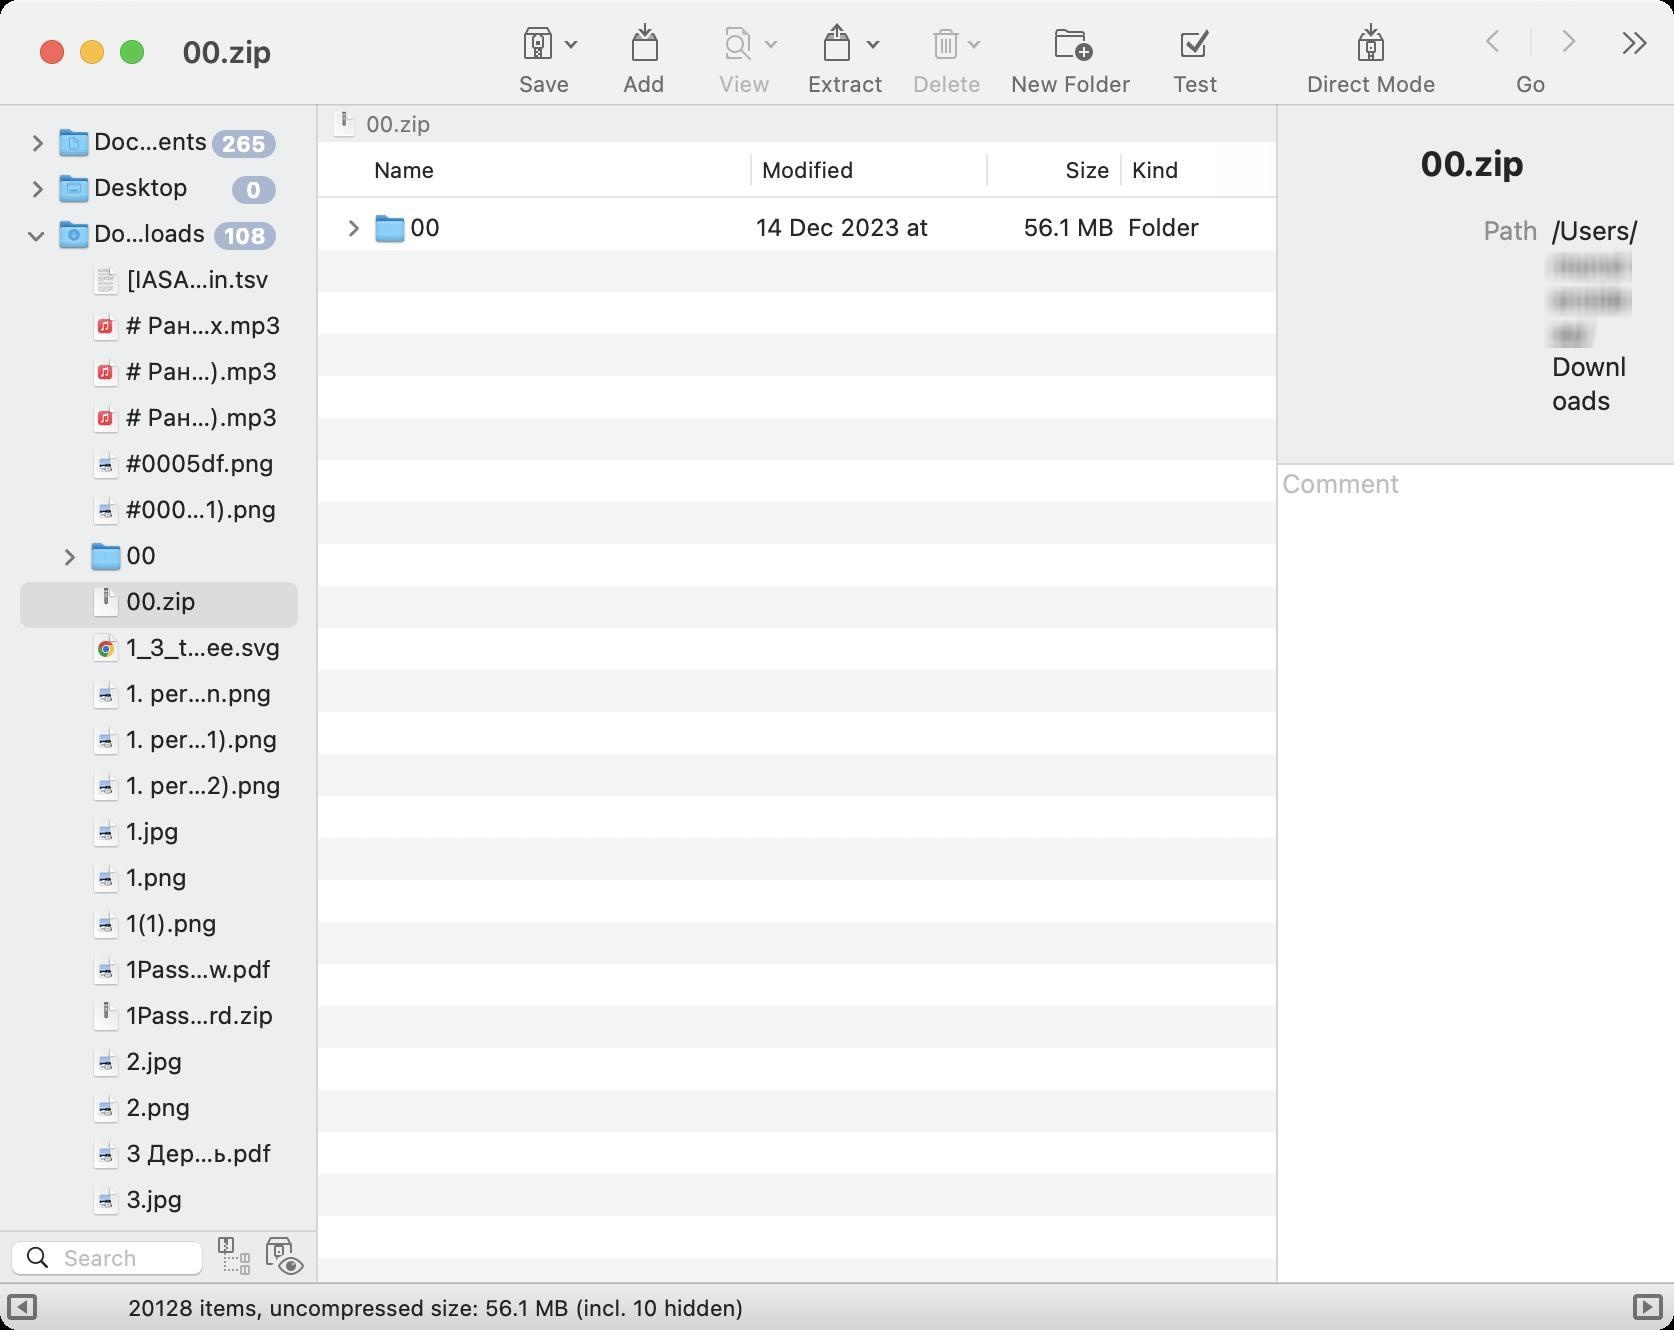
Accessibility tree:
{"name": "00.zip", "role": "AXWindow", "description": null, "role_description": "standard window", "value": null, "position": "370.00;166.00", "size": "837;665", "children": [{"name": null, "role": "AXSplitGroup", "description": null, "role_description": "split group", "value": null, "position": "0.00;51.00", "size": "837;590", "children": [{"name": null, "role": "AXTextField", "description": null, "role_description": "search text field", "value": "", "position": "5.00;619.00", "size": "97;19", "children": [{"name": "", "role": "AXButton", "description": "search", "role_description": "button", "value": null, "position": "7.00;619.00", "size": "24;19", "children": []}]}, {"name": "", "role": "AXCheckBox", "description": null, "role_description": "toggle button", "value": 0, "position": "105.00;617.00", "size": "25;22", "children": []}, {"name": "", "role": "AXCheckBox", "description": null, "role_description": "toggle button", "value": 0, "position": "130.00;617.00", "size": "25;22", "children": []}, {"name": null, "role": "AXScrollArea", "description": null, "role_description": "scroll area", "value": null, "position": "0.00;51.00", "size": "159;564", "children": [{"name": null, "role": "AXOutline", "description": null, "role_description": "outline", "value": null, "position": "0.00;51.00", "size": "159;23020", "children": [{"name": null, "role": "AXRow", "description": null, "role_description": "outline row", "value": null, "position": "0.00;61.00", "size": "159;23", "children": [{"name": null, "role": "AXGroup", "description": null, "role_description": "group", "value": null, "position": "10.00;61.00", "size": "139;23", "children": [{"name": null, "role": "AXDisclosureTriangle", "description": null, "role_description": "disclosure triangle", "value": 0, "position": "12.00;62.00", "size": "13;20", "children": []}, {"name": null, "role": "AXTextField", "description": null, "role_description": "text field", "value": "Documents", "position": "25.00;62.00", "size": "118;20", "children": []}]}]}, {"name": null, "role": "AXRow", "description": null, "role_description": "outline row", "value": null, "position": "0.00;84.00", "size": "159;23", "children": [{"name": null, "role": "AXGroup", "description": null, "role_description": "group", "value": null, "position": "10.00;84.00", "size": "139;23", "children": [{"name": null, "role": "AXDisclosureTriangle", "description": null, "role_description": "disclosure triangle", "value": 0, "position": "12.00;85.00", "size": "13;20", "children": []}, {"name": null, "role": "AXTextField", "description": null, "role_description": "text field", "value": "Desktop", "position": "25.00;85.00", "size": "118;20", "children": []}]}]}, {"name": null, "role": "AXRow", "description": null, "role_description": "outline row", "value": null, "position": "0.00;107.00", "size": "159;23", "children": [{"name": null, "role": "AXGroup", "description": null, "role_description": "group", "value": null, "position": "10.00;107.00", "size": "139;23", "children": [{"name": null, "role": "AXDisclosureTriangle", "description": null, "role_description": "disclosure triangle", "value": 1, "position": "12.00;108.00", "size": "13;20", "children": []}, {"name": null, "role": "AXTextField", "description": null, "role_description": "text field", "value": "Downloads", "position": "25.00;108.00", "size": "118;20", "children": []}]}]}, {"name": null, "role": "AXRow", "description": null, "role_description": "outline row", "value": null, "position": "0.00;130.00", "size": "159;23", "children": [{"name": null, "role": "AXTextField", "description": null, "role_description": "text field", "value": "[IASA Hackathon] Q&A Dataset - Main.tsv", "position": "41.00;131.00", "size": "102;20", "children": []}]}, {"name": null, "role": "AXRow", "description": null, "role_description": "outline row", "value": null, "position": "0.00;153.00", "size": "159;23", "children": [{"name": null, "role": "AXTextField", "description": null, "role_description": "text field", "value": "# Ранкова медитація_ Гнучкість у змінах.mp3", "position": "41.00;154.00", "size": "102;20", "children": []}]}, {"name": null, "role": "AXRow", "description": null, "role_description": "outline row", "value": null, "position": "0.00;176.00", "size": "159;23", "children": [{"name": null, "role": "AXTextField", "description": null, "role_description": "text field", "value": "# Ранкова медитація_ Гнучкість у змінах(1).mp3", "position": "41.00;177.00", "size": "102;20", "children": []}]}, {"name": null, "role": "AXRow", "description": null, "role_description": "outline row", "value": null, "position": "0.00;199.00", "size": "159;23", "children": [{"name": null, "role": "AXTextField", "description": null, "role_description": "text field", "value": "# Ранкова медитація_ Гнучкість у змінах(2).mp3", "position": "41.00;200.00", "size": "102;20", "children": []}]}, {"name": null, "role": "AXRow", "description": null, "role_description": "outline row", "value": null, "position": "0.00;222.00", "size": "159;23", "children": [{"name": null, "role": "AXTextField", "description": null, "role_description": "text field", "value": "#0005df.png", "position": "41.00;223.00", "size": "102;20", "children": []}]}, {"name": null, "role": "AXRow", "description": null, "role_description": "outline row", "value": null, "position": "0.00;245.00", "size": "159;23", "children": [{"name": null, "role": "AXTextField", "description": null, "role_description": "text field", "value": "#0005df(1).png", "position": "41.00;246.00", "size": "102;20", "children": []}]}, {"name": null, "role": "AXRow", "description": null, "role_description": "outline row", "value": null, "position": "0.00;268.00", "size": "159;23", "children": [{"name": null, "role": "AXGroup", "description": null, "role_description": "group", "value": null, "position": "10.00;268.00", "size": "139;23", "children": [{"name": null, "role": "AXDisclosureTriangle", "description": null, "role_description": "disclosure triangle", "value": 0, "position": "28.00;269.00", "size": "13;20", "children": []}, {"name": null, "role": "AXTextField", "description": null, "role_description": "text field", "value": "00", "position": "41.00;269.00", "size": "102;20", "children": []}]}]}, {"name": null, "role": "AXRow", "description": null, "role_description": "outline row", "value": null, "position": "0.00;291.00", "size": "159;23", "children": [{"name": null, "role": "AXTextField", "description": null, "role_description": "text field", "value": "00.zip", "position": "41.00;292.00", "size": "102;20", "children": []}]}, {"name": null, "role": "AXRow", "description": null, "role_description": "outline row", "value": null, "position": "0.00;314.00", "size": "159;23", "children": [{"name": null, "role": "AXTextField", "description": null, "role_description": "text field", "value": "1_3_turing-test-76dd06f564bd7a92c4383db614e884ee.svg", "position": "41.00;315.00", "size": "102;20", "children": []}]}, {"name": null, "role": "AXRow", "description": null, "role_description": "outline row", "value": null, "position": "0.00;337.00", "size": "159;23", "children": [{"name": null, "role": "AXTextField", "description": null, "role_description": "text field", "value": "1. perception.png", "position": "41.00;338.00", "size": "102;20", "children": []}]}, {"name": null, "role": "AXRow", "description": null, "role_description": "outline row", "value": null, "position": "0.00;360.00", "size": "159;23", "children": [{"name": null, "role": "AXTextField", "description": null, "role_description": "text field", "value": "1. perception(1).png", "position": "41.00;361.00", "size": "102;20", "children": []}]}, {"name": null, "role": "AXRow", "description": null, "role_description": "outline row", "value": null, "position": "0.00;383.00", "size": "159;23", "children": [{"name": null, "role": "AXTextField", "description": null, "role_description": "text field", "value": "1. perception(2).png", "position": "41.00;384.00", "size": "102;20", "children": []}]}, {"name": null, "role": "AXRow", "description": null, "role_description": "outline row", "value": null, "position": "0.00;406.00", "size": "159;23", "children": [{"name": null, "role": "AXTextField", "description": null, "role_description": "text field", "value": "1.jpg", "position": "41.00;407.00", "size": "102;20", "children": []}]}, {"name": null, "role": "AXRow", "description": null, "role_description": "outline row", "value": null, "position": "0.00;429.00", "size": "159;23", "children": [{"name": null, "role": "AXTextField", "description": null, "role_description": "text field", "value": "1.png", "position": "41.00;430.00", "size": "102;20", "children": []}]}, {"name": null, "role": "AXRow", "description": null, "role_description": "outline row", "value": null, "position": "0.00;452.00", "size": "159;23", "children": [{"name": null, "role": "AXTextField", "description": null, "role_description": "text field", "value": "1(1).png", "position": "41.00;453.00", "size": "102;20", "children": []}]}, {"name": null, "role": "AXRow", "description": null, "role_description": "outline row", "value": null, "position": "0.00;475.00", "size": "159;23", "children": [{"name": null, "role": "AXTextField", "description": null, "role_description": "text field", "value": "1Password Emergency Kit A3-6RYJ6A-[company].pdf", "position": "41.00;476.00", "size": "102;20", "children": []}]}, {"name": null, "role": "AXRow", "description": null, "role_description": "outline row", "value": null, "position": "0.00;498.00", "size": "159;23", "children": [{"name": null, "role": "AXTextField", "description": null, "role_description": "text field", "value": "1Password.zip", "position": "41.00;499.00", "size": "102;20", "children": []}]}, {"name": null, "role": "AXRow", "description": null, "role_description": "outline row", "value": null, "position": "0.00;521.00", "size": "159;23", "children": [{"name": null, "role": "AXTextField", "description": null, "role_description": "text field", "value": "2.jpg", "position": "41.00;522.00", "size": "102;20", "children": []}]}, {"name": null, "role": "AXRow", "description": null, "role_description": "outline row", "value": null, "position": "0.00;544.00", "size": "159;23", "children": [{"name": null, "role": "AXTextField", "description": null, "role_description": "text field", "value": "2.png", "position": "41.00;545.00", "size": "102;20", "children": []}]}, {"name": null, "role": "AXRow", "description": null, "role_description": "outline row", "value": null, "position": "0.00;567.00", "size": "159;23", "children": [{"name": null, "role": "AXTextField", "description": null, "role_description": "text field", "value": "3 Дерева рішень.pdf", "position": "41.00;568.00", "size": "102;20", "children": []}]}, {"name": null, "role": "AXRow", "description": null, "role_description": "outline row", "value": null, "position": "0.00;590.00", "size": "159;23", "children": [{"name": null, "role": "AXTextField", "description": null, "role_description": "text field", "value": "3.jpg", "position": "41.00;591.00", "size": "102;20", "children": []}]}, {"name": null, "role": "AXRow", "description": null, "role_description": "outline row", "value": null, "position": "0.00;613.00", "size": "159;23", "children": [{"name": null, "role": "AXTextField", "description": null, "role_description": "text field", "value": "03bb17bb-dd20-41fd-aa84-577ec29ae722", "position": "41.00;614.00", "size": "102;20", "children": []}]}, {"name": null, "role": "AXRow", "description": null, "role_description": "outline row", "value": null, "position": "0.00;636.00", "size": "159;23", "children": [{"name": null, "role": "AXTextField", "description": null, "role_description": "text field", "value": "3dnlsunet.png", "position": "41.00;637.00", "size": "102;20", "children": []}]}, {"name": null, "role": "AXRow", "description": null, "role_description": "outline row", "value": null, "position": "0.00;659.00", "size": "159;23", "children": [{"name": null, "role": "AXTextField", "description": null, "role_description": "text field", "value": "4_отримання.jpg", "position": "41.00;660.00", "size": "102;20", "children": []}]}, {"name": null, "role": "AXRow", "description": null, "role_description": "outline row", "value": null, "position": "0.00;682.00", "size": "159;23", "children": [{"name": null, "role": "AXTextField", "description": null, "role_description": "text field", "value": "6A_Lancing_Road__Ealing_W13_0UA_14.08.23__as_amended_.pdf", "position": "41.00;683.00", "size": "102;20", "children": []}]}, {"name": null, "role": "AXRow", "description": null, "role_description": "outline row", "value": null, "position": "0.00;705.00", "size": "159;23", "children": [{"name": null, "role": "AXTextField", "description": null, "role_description": "text field", "value": "7E2AF0EA-1710-4F7A-A84F-127ED8D9C688.MP4", "position": "41.00;706.00", "size": "102;20", "children": []}]}, {"name": null, "role": "AXRow", "description": null, "role_description": "outline row", "value": null, "position": "0.00;728.00", "size": "159;23", "children": [{"name": null, "role": "AXTextField", "description": null, "role_description": "text field", "value": "9b9d14_fa6b86e96d214dc4a5ee0f01f22fe82d~mv2.jpg", "position": "41.00;729.00", "size": "102;20", "children": []}]}, {"name": null, "role": "AXRow", "description": null, "role_description": "outline row", "value": null, "position": "0.00;751.00", "size": "159;23", "children": [{"name": null, "role": "AXTextField", "description": null, "role_description": "text field", "value": "10 Minute Timer.mp4", "position": "41.00;752.00", "size": "102;20", "children": []}]}, {"name": null, "role": "AXRow", "description": null, "role_description": "outline row", "value": null, "position": "0.00;774.00", "size": "159;23", "children": [{"name": null, "role": "AXTextField", "description": null, "role_description": "text field", "value": "11.jpg", "position": "41.00;775.00", "size": "102;20", "children": []}]}, {"name": null, "role": "AXRow", "description": null, "role_description": "outline row", "value": null, "position": "0.00;797.00", "size": "159;23", "children": [{"name": null, "role": "AXTextField", "description": null, "role_description": "text field", "value": "15.webp", "position": "41.00;798.00", "size": "102;20", "children": []}]}, {"name": null, "role": "AXRow", "description": null, "role_description": "outline row", "value": null, "position": "0.00;820.00", "size": "159;23", "children": [{"name": null, "role": "AXTextField", "description": null, "role_description": "text field", "value": "22.html", "position": "41.00;821.00", "size": "102;20", "children": []}]}, {"name": null, "role": "AXRow", "description": null, "role_description": "outline row", "value": null, "position": "0.00;843.00", "size": "159;23", "children": [{"name": null, "role": "AXTextField", "description": null, "role_description": "text field", "value": "22.jpg", "position": "41.00;844.00", "size": "102;20", "children": []}]}, {"name": null, "role": "AXRow", "description": null, "role_description": "outline row", "value": null, "position": "0.00;866.00", "size": "159;23", "children": [{"name": null, "role": "AXTextField", "description": null, "role_description": "text field", "value": "24SPOTIFY-DAYLIST-qpgk-articleLarge.png", "position": "41.00;867.00", "size": "102;20", "children": []}]}, {"name": null, "role": "AXRow", "description": null, "role_description": "outline row", "value": null, "position": "0.00;889.00", "size": "159;23", "children": [{"name": null, "role": "AXTextField", "description": null, "role_description": "text field", "value": "24SPOTIFY-DAYLIST-qpgk-articleLarge.webp", "position": "41.00;890.00", "size": "102;20", "children": []}]}, {"name": null, "role": "AXRow", "description": null, "role_description": "outline row", "value": null, "position": "0.00;912.00", "size": "159;23", "children": [{"name": null, "role": "AXTextField", "description": null, "role_description": "text field", "value": "28 Unforgettable Things to Do in Portugal The Ultimate List.pdf", "position": "41.00;913.00", "size": "102;20", "children": []}]}, {"name": null, "role": "AXRow", "description": null, "role_description": "outline row", "value": null, "position": "0.00;935.00", "size": "159;23", "children": [{"name": null, "role": "AXTextField", "description": null, "role_description": "text field", "value": "33.jpg", "position": "41.00;936.00", "size": "102;20", "children": []}]}, {"name": null, "role": "AXRow", "description": null, "role_description": "outline row", "value": null, "position": "0.00;958.00", "size": "159;23", "children": [{"name": null, "role": "AXTextField", "description": null, "role_description": "text field", "value": "50 FPV for 80th!.png", "position": "41.00;959.00", "size": "102;20", "children": []}]}, {"name": null, "role": "AXRow", "description": null, "role_description": "outline row", "value": null, "position": "0.00;981.00", "size": "159;23", "children": [{"name": null, "role": "AXTextField", "description": null, "role_description": "text field", "value": "50 FPV for 80th!(1).png", "position": "41.00;982.00", "size": "102;20", "children": []}]}, {"name": null, "role": "AXRow", "description": null, "role_description": "outline row", "value": null, "position": "0.00;1004.00", "size": "159;23", "children": [{"name": null, "role": "AXTextField", "description": null, "role_description": "text field", "value": "50_fpv_avatars-10 (1).png", "position": "41.00;1005.00", "size": "102;20", "children": []}]}, {"name": null, "role": "AXRow", "description": null, "role_description": "outline row", "value": null, "position": "0.00;1027.00", "size": "159;23", "children": [{"name": null, "role": "AXTextField", "description": null, "role_description": "text field", "value": "50k_text.parquet.bro", "position": "41.00;1028.00", "size": "102;20", "children": []}]}, {"name": null, "role": "AXRow", "description": null, "role_description": "outline row", "value": null, "position": "0.00;1050.00", "size": "159;23", "children": [{"name": null, "role": "AXTextField", "description": null, "role_description": "text field", "value": "86C9AC83-111E-44AF-A086-4DCE08868F00.pdf", "position": "41.00;1051.00", "size": "102;20", "children": []}]}, {"name": null, "role": "AXRow", "description": null, "role_description": "outline row", "value": null, "position": "0.00;1073.00", "size": "159;23", "children": [{"name": null, "role": "AXTextField", "description": null, "role_description": "text field", "value": "1411-IMG_4070.jpg", "position": "41.00;1074.00", "size": "102;20", "children": []}]}, {"name": null, "role": "AXRow", "description": null, "role_description": "outline row", "value": null, "position": "0.00;1096.00", "size": "159;23", "children": [{"name": null, "role": "AXTextField", "description": null, "role_description": "text field", "value": "2023-10-13 20.48.34.jpg", "position": "41.00;1097.00", "size": "102;20", "children": []}]}, {"name": null, "role": "AXRow", "description": null, "role_description": "outline row", "value": null, "position": "0.00;1119.00", "size": "159;23", "children": [{"name": null, "role": "AXTextField", "description": null, "role_description": "text field", "value": "2023-10-25 06.00.34.jpg", "position": "41.00;1120.00", "size": "102;20", "children": []}]}, {"name": null, "role": "AXRow", "description": null, "role_description": "outline row", "value": null, "position": "0.00;1142.00", "size": "159;23", "children": [{"name": null, "role": "AXTextField", "description": null, "role_description": "text field", "value": "2023-10-31 16.32.49.jpg", "position": "41.00;1143.00", "size": "102;20", "children": []}]}, {"name": null, "role": "AXRow", "description": null, "role_description": "outline row", "value": null, "position": "0.00;1165.00", "size": "159;23", "children": [{"name": null, "role": "AXTextField", "description": null, "role_description": "text field", "value": "2109.08763v1.pdf", "position": "41.00;1166.00", "size": "102;20", "children": []}]}, {"name": null, "role": "AXRow", "description": null, "role_description": "outline row", "value": null, "position": "0.00;1188.00", "size": "159;23", "children": [{"name": null, "role": "AXTextField", "description": null, "role_description": "text field", "value": "2201.12086v2.pdf", "position": "41.00;1189.00", "size": "102;20", "children": []}]}, {"name": null, "role": "AXRow", "description": null, "role_description": "outline row", "value": null, "position": "0.00;1211.00", "size": "159;23", "children": [{"name": null, "role": "AXTextField", "description": null, "role_description": "text field", "value": "2207.02062v3-1.pdf", "position": "41.00;1212.00", "size": "102;20", "children": []}]}, {"name": null, "role": "AXRow", "description": null, "role_description": "outline row", "value": null, "position": "0.00;1234.00", "size": "159;23", "children": [{"name": null, "role": "AXTextField", "description": null, "role_description": "text field", "value": "2305.05665.pdf", "position": "41.00;1235.00", "size": "102;20", "children": []}]}, {"name": null, "role": "AXRow", "description": null, "role_description": "outline row", "value": null, "position": "0.00;1257.00", "size": "159;23", "children": [{"name": null, "role": "AXTextField", "description": null, "role_description": "text field", "value": "2312.06742.pdf", "position": "41.00;1258.00", "size": "102;20", "children": []}]}, {"name": null, "role": "AXRow", "description": null, "role_description": "outline row", "value": null, "position": "0.00;1280.00", "size": "159;23", "children": [{"name": null, "role": "AXTextField", "description": null, "role_description": "text field", "value": "2403.08763.pdf", "position": "41.00;1281.00", "size": "102;20", "children": []}]}, {"name": null, "role": "AXRow", "description": null, "role_description": "outline row", "value": null, "position": "0.00;1303.00", "size": "159;23", "children": [{"name": null, "role": "AXTextField", "description": null, "role_description": "text field", "value": "2405.04324v1.pdf", "position": "41.00;1304.00", "size": "102;20", "children": []}]}, {"name": null, "role": "AXRow", "description": null, "role_description": "outline row", "value": null, "position": "0.00;1326.00", "size": "159;23", "children": [{"name": null, "role": "AXTextField", "description": null, "role_description": "text field", "value": "2406.11896v1.pdf", "position": "41.00;1327.00", "size": "102;20", "children": []}]}, {"name": null, "role": "AXRow", "description": null, "role_description": "outline row", "value": null, "position": "0.00;1349.00", "size": "159;23", "children": [{"name": null, "role": "AXTextField", "description": null, "role_description": "text field", "value": "20179-Article Text-24192-1-2-20220628-1.pdf", "position": "41.00;1350.00", "size": "102;20", "children": []}]}, {"name": null, "role": "AXRow", "description": null, "role_description": "outline row", "value": null, "position": "0.00;1372.00", "size": "159;23", "children": [{"name": null, "role": "AXTextField", "description": null, "role_description": "text field", "value": "000000039769.jpg", "position": "41.00;1373.00", "size": "102;20", "children": []}]}, {"name": null, "role": "AXRow", "description": null, "role_description": "outline row", "value": null, "position": "0.00;1395.00", "size": "159;23", "children": [{"name": null, "role": "AXTextField", "description": null, "role_description": "text field", "value": "100610_LR.nii", "position": "41.00;1396.00", "size": "102;20", "children": []}]}, {"name": null, "role": "AXRow", "description": null, "role_description": "outline row", "value": null, "position": "0.00;1418.00", "size": "159;23", "children": [{"name": null, "role": "AXTextField", "description": null, "role_description": "text field", "value": "140824-mariya-hirna-03-may-1998-3d-wide-v-glaucoma-report.jpg", "position": "41.00;1419.00", "size": "102;20", "children": []}]}, {"name": null, "role": "AXRow", "description": null, "role_description": "outline row", "value": null, "position": "0.00;1441.00", "size": "159;23", "children": [{"name": null, "role": "AXTextField", "description": null, "role_description": "text field", "value": "140824-mariya-hirna-03-may-1998-anterior-line-reports.jpg", "position": "41.00;1442.00", "size": "102;20", "children": []}]}, {"name": null, "role": "AXRow", "description": null, "role_description": "outline row", "value": null, "position": "0.00;1464.00", "size": "159;23", "children": [{"name": null, "role": "AXTextField", "description": null, "role_description": "text field", "value": "140824-mariya-hirna-03-may-1998-anterior-radial-report.jpg", "position": "41.00;1465.00", "size": "102;20", "children": []}]}, {"name": null, "role": "AXRow", "description": null, "role_description": "outline row", "value": null, "position": "0.00;1487.00", "size": "159;23", "children": [{"name": null, "role": "AXTextField", "description": null, "role_description": "text field", "value": "210615_SRA_APPS.UCU_fin.docx", "position": "41.00;1488.00", "size": "102;20", "children": []}]}, {"name": null, "role": "AXRow", "description": null, "role_description": "outline row", "value": null, "position": "0.00;1510.00", "size": "159;23", "children": [{"name": null, "role": "AXTextField", "description": null, "role_description": "text field", "value": "210615_SRA_APPS.UCU_fin(1).docx", "position": "41.00;1511.00", "size": "102;20", "children": []}]}, {"name": null, "role": "AXRow", "description": null, "role_description": "outline row", "value": null, "position": "0.00;1533.00", "size": "159;23", "children": [{"name": null, "role": "AXTextField", "description": null, "role_description": "text field", "value": "765864.zip", "position": "41.00;1534.00", "size": "102;20", "children": []}]}, {"name": null, "role": "AXRow", "description": null, "role_description": "outline row", "value": null, "position": "0.00;1556.00", "size": "159;23", "children": [{"name": null, "role": "AXTextField", "description": null, "role_description": "text field", "value": "766563_162.mat", "position": "41.00;1557.00", "size": "102;20", "children": []}]}, {"name": null, "role": "AXRow", "description": null, "role_description": "outline row", "value": null, "position": "0.00;1579.00", "size": "159;23", "children": [{"name": null, "role": "AXTextField", "description": null, "role_description": "text field", "value": "771354_162.mat", "position": "41.00;1580.00", "size": "102;20", "children": []}]}, {"name": null, "role": "AXRow", "description": null, "role_description": "outline row", "value": null, "position": "0.00;1602.00", "size": "159;23", "children": [{"name": null, "role": "AXTextField", "description": null, "role_description": "text field", "value": "2781367.jpg", "position": "41.00;1603.00", "size": "102;20", "children": []}]}, {"name": null, "role": "AXRow", "description": null, "role_description": "outline row", "value": null, "position": "0.00;1625.00", "size": "159;23", "children": [{"name": null, "role": "AXTextField", "description": null, "role_description": "text field", "value": "3246248A-10DA-442C-A5E9-A770E683808D.pdf", "position": "41.00;1626.00", "size": "102;20", "children": []}]}, {"name": null, "role": "AXRow", "description": null, "role_description": "outline row", "value": null, "position": "0.00;1648.00", "size": "159;23", "children": [{"name": null, "role": "AXTextField", "description": null, "role_description": "text field", "value": "10520537-BUY25277630-e-Voucher.pdf", "position": "41.00;1649.00", "size": "102;20", "children": []}]}, {"name": null, "role": "AXRow", "description": null, "role_description": "outline row", "value": null, "position": "0.00;1671.00", "size": "159;23", "children": [{"name": null, "role": "AXTextField", "description": null, "role_description": "text field", "value": "20230708_161742_PAC_0892.jpg", "position": "41.00;1672.00", "size": "102;20", "children": []}]}, {"name": null, "role": "AXRow", "description": null, "role_description": "outline row", "value": null, "position": "0.00;1694.00", "size": "159;23", "children": [{"name": null, "role": "AXTextField", "description": null, "role_description": "text field", "value": "20230708_183136_PAC_1787.jpg", "position": "41.00;1695.00", "size": "102;20", "children": []}]}, {"name": null, "role": "AXRow", "description": null, "role_description": "outline row", "value": null, "position": "0.00;1717.00", "size": "159;23", "children": [{"name": null, "role": "AXTextField", "description": null, "role_description": "text field", "value": "20240129.zip", "position": "41.00;1718.00", "size": "102;20", "children": []}]}, {"name": null, "role": "AXRow", "description": null, "role_description": "outline row", "value": null, "position": "0.00;1740.00", "size": "159;23", "children": [{"name": null, "role": "AXTextField", "description": null, "role_description": "text field", "value": "22221509-1.pdf", "position": "41.00;1741.00", "size": "102;20", "children": []}]}, {"name": null, "role": "AXRow", "description": null, "role_description": "outline row", "value": null, "position": "0.00;1763.00", "size": "159;23", "children": [{"name": null, "role": "AXGroup", "description": null, "role_description": "group", "value": null, "position": "10.00;1763.00", "size": "139;23", "children": [{"name": null, "role": "AXDisclosureTriangle", "description": null, "role_description": "disclosure triangle", "value": 0, "position": "28.00;1764.00", "size": "13;20", "children": []}, {"name": null, "role": "AXTextField", "description": null, "role_description": "text field", "value": "54787514", "position": "41.00;1764.00", "size": "102;20", "children": []}]}]}, {"name": null, "role": "AXRow", "description": null, "role_description": "outline row", "value": null, "position": "0.00;1786.00", "size": "159;23", "children": [{"name": null, "role": "AXGroup", "description": null, "role_description": "group", "value": null, "position": "10.00;1786.00", "size": "139;23", "children": [{"name": null, "role": "AXDisclosureTriangle", "description": null, "role_description": "disclosure triangle", "value": 0, "position": "28.00;1787.00", "size": "13;20", "children": []}, {"name": null, "role": "AXTextField", "description": null, "role_description": "text field", "value": "90401157", "position": "41.00;1787.00", "size": "102;20", "children": []}]}]}, {"name": null, "role": "AXRow", "description": null, "role_description": "outline row", "value": null, "position": "0.00;1809.00", "size": "159;23", "children": [{"name": null, "role": "AXTextField", "description": null, "role_description": "text field", "value": "90401157.zip", "position": "41.00;1810.00", "size": "102;20", "children": []}]}, {"name": null, "role": "AXRow", "description": null, "role_description": "outline row", "value": null, "position": "0.00;1832.00", "size": "159;23", "children": [{"name": null, "role": "AXTextField", "description": null, "role_description": "text field", "value": "230815272.pdf", "position": "41.00;1833.00", "size": "102;20", "children": []}]}, {"name": null, "role": "AXRow", "description": null, "role_description": "outline row", "value": null, "position": "0.00;1855.00", "size": "159;23", "children": [{"name": null, "role": "AXTextField", "description": null, "role_description": "text field", "value": "240611896v1.pdf", "position": "41.00;1856.00", "size": "102;20", "children": []}]}, {"name": null, "role": "AXRow", "description": null, "role_description": "outline row", "value": null, "position": "0.00;1878.00", "size": "159;23", "children": [{"name": null, "role": "AXTextField", "description": null, "role_description": "text field", "value": "000596280010 (2).jpg", "position": "41.00;1879.00", "size": "102;20", "children": []}]}, {"name": null, "role": "AXRow", "description": null, "role_description": "outline row", "value": null, "position": "0.00;1901.00", "size": "159;23", "children": [{"name": null, "role": "AXTextField", "description": null, "role_description": "text field", "value": "000596280024 (3).jpg", "position": "41.00;1902.00", "size": "102;20", "children": []}]}, {"name": null, "role": "AXRow", "description": null, "role_description": "outline row", "value": null, "position": "0.00;1924.00", "size": "159;23", "children": [{"name": null, "role": "AXTextField", "description": null, "role_description": "text field", "value": "1702648447397170.mov", "position": "41.00;1925.00", "size": "102;20", "children": []}]}, {"name": null, "role": "AXRow", "description": null, "role_description": "outline row", "value": null, "position": "0.00;1947.00", "size": "159;23", "children": [{"name": null, "role": "AXTextField", "description": null, "role_description": "text field", "value": "1702648447397170.MP4", "position": "41.00;1948.00", "size": "102;20", "children": []}]}, {"name": null, "role": "AXRow", "description": null, "role_description": "outline row", "value": null, "position": "0.00;1970.00", "size": "159;23", "children": [{"name": null, "role": "AXTextField", "description": null, "role_description": "text field", "value": "A4_Business_Model_Canvas.pdf", "position": "41.00;1971.00", "size": "102;20", "children": []}]}, {"name": null, "role": "AXRow", "description": null, "role_description": "outline row", "value": null, "position": "0.00;1993.00", "size": "159;23", "children": [{"name": null, "role": "AXTextField", "description": null, "role_description": "text field", "value": "ableton_live_lite_11.3.13_universal.dmg", "position": "41.00;1994.00", "size": "102;20", "children": []}]}, {"name": null, "role": "AXRow", "description": null, "role_description": "outline row", "value": null, "position": "0.00;2016.00", "size": "159;23", "children": [{"name": null, "role": "AXTextField", "description": null, "role_description": "text field", "value": "ableton_live_trial_12.0.2_universal.dmg", "position": "41.00;2017.00", "size": "102;20", "children": []}]}, {"name": null, "role": "AXRow", "description": null, "role_description": "outline row", "value": null, "position": "0.00;2039.00", "size": "159;23", "children": [{"name": null, "role": "AXTextField", "description": null, "role_description": "text field", "value": "AccessibilityTesting_CI_CD.pdf", "position": "41.00;2040.00", "size": "102;20", "children": []}]}, {"name": null, "role": "AXRow", "description": null, "role_description": "outline row", "value": null, "position": "0.00;2062.00", "size": "159;23", "children": [{"name": null, "role": "AXTextField", "description": null, "role_description": "text field", "value": "ACL2023-Tutorial-ConvAI 2.pdf", "position": "41.00;2063.00", "size": "102;20", "children": []}]}, {"name": null, "role": "AXRow", "description": null, "role_description": "outline row", "value": null, "position": "0.00;2085.00", "size": "159;23", "children": [{"name": null, "role": "AXTextField", "description": null, "role_description": "text field", "value": "adaface_ir101_webface4m.ckpt", "position": "41.00;2086.00", "size": "102;20", "children": []}]}, {"name": null, "role": "AXRow", "description": null, "role_description": "outline row", "value": null, "position": "0.00;2108.00", "size": "159;23", "children": [{"name": null, "role": "AXTextField", "description": null, "role_description": "text field", "value": "adaface_ir101_webface12m.ckpt", "position": "41.00;2109.00", "size": "102;20", "children": []}]}, {"name": null, "role": "AXRow", "description": null, "role_description": "outline row", "value": null, "position": "0.00;2131.00", "size": "159;23", "children": [{"name": null, "role": "AXTextField", "description": null, "role_description": "text field", "value": "Add a heading.mp4", "position": "41.00;2132.00", "size": "102;20", "children": []}]}, {"name": null, "role": "AXRow", "description": null, "role_description": "outline row", "value": null, "position": "0.00;2154.00", "size": "159;23", "children": [{"name": null, "role": "AXTextField", "description": null, "role_description": "text field", "value": "Add a heading.png", "position": "41.00;2155.00", "size": "102;20", "children": []}]}, {"name": null, "role": "AXRow", "description": null, "role_description": "outline row", "value": null, "position": "0.00;2177.00", "size": "159;23", "children": [{"name": null, "role": "AXTextField", "description": null, "role_description": "text field", "value": "Add a heading(1).png", "position": "41.00;2178.00", "size": "102;20", "children": []}]}, {"name": null, "role": "AXRow", "description": null, "role_description": "outline row", "value": null, "position": "0.00;2200.00", "size": "159;23", "children": [{"name": null, "role": "AXTextField", "description": null, "role_description": "text field", "value": "aerial-predict-1.pkl", "position": "41.00;2201.00", "size": "102;20", "children": []}]}, {"name": null, "role": "AXRow", "description": null, "role_description": "outline row", "value": null, "position": "0.00;2223.00", "size": "159;23", "children": [{"name": null, "role": "AXTextField", "description": null, "role_description": "text field", "value": "aerial-predict-2.pkl", "position": "41.00;2224.00", "size": "102;20", "children": []}]}, {"name": null, "role": "AXRow", "description": null, "role_description": "outline row", "value": null, "position": "0.00;2246.00", "size": "159;23", "children": [{"name": null, "role": "AXTextField", "description": null, "role_description": "text field", "value": "Aesthetic Spring Moodboard Photo Collage Instagram Post Portrait.png", "position": "41.00;2247.00", "size": "102;20", "children": []}]}, {"name": null, "role": "AXRow", "description": null, "role_description": "outline row", "value": null, "position": "0.00;2269.00", "size": "159;23", "children": [{"name": null, "role": "AXTextField", "description": null, "role_description": "text field", "value": "AI - Zminotvortsi.pdf", "position": "41.00;2270.00", "size": "102;20", "children": []}]}, {"name": null, "role": "AXRow", "description": null, "role_description": "outline row", "value": null, "position": "0.00;2292.00", "size": "159;23", "children": [{"name": null, "role": "AXTextField", "description": null, "role_description": "text field", "value": "ai-generated-images-van-gogh-basketball.jpg", "position": "41.00;2293.00", "size": "102;20", "children": []}]}, {"name": null, "role": "AXRow", "description": null, "role_description": "outline row", "value": null, "position": "0.00;2315.00", "size": "159;23", "children": [{"name": null, "role": "AXGroup", "description": null, "role_description": "group", "value": null, "position": "10.00;2315.00", "size": "139;23", "children": [{"name": null, "role": "AXDisclosureTriangle", "description": null, "role_description": "disclosure triangle", "value": 0, "position": "28.00;2316.00", "size": "13;20", "children": []}, {"name": null, "role": "AXTextField", "description": null, "role_description": "text field", "value": "AIbility", "position": "41.00;2316.00", "size": "102;20", "children": []}]}]}, {"name": null, "role": "AXRow", "description": null, "role_description": "outline row", "value": null, "position": "0.00;2338.00", "size": "159;23", "children": [{"name": null, "role": "AXTextField", "description": null, "role_description": "text field", "value": "AIbility.zip", "position": "41.00;2339.00", "size": "102;20", "children": []}]}, {"name": null, "role": "AXRow", "description": null, "role_description": "outline row", "value": null, "position": "0.00;2361.00", "size": "159;23", "children": [{"name": null, "role": "AXTextField", "description": null, "role_description": "text field", "value": "Alan_Turing_(1912-1954)_in_1936_at_Princeton_University.jpg", "position": "41.00;2362.00", "size": "102;20", "children": []}]}, {"name": null, "role": "AXRow", "description": null, "role_description": "outline row", "value": null, "position": "0.00;2384.00", "size": "159;23", "children": [{"name": null, "role": "AXTextField", "description": null, "role_description": "text field", "value": "alarm.mp3", "position": "41.00;2385.00", "size": "102;20", "children": []}]}, {"name": null, "role": "AXRow", "description": null, "role_description": "outline row", "value": null, "position": "0.00;2407.00", "size": "159;23", "children": [{"name": null, "role": "AXGroup", "description": null, "role_description": "group", "value": null, "position": "10.00;2407.00", "size": "139;23", "children": [{"name": null, "role": "AXDisclosureTriangle", "description": null, "role_description": "disclosure triangle", "value": 0, "position": "28.00;2408.00", "size": "13;20", "children": []}, {"name": null, "role": "AXTextField", "description": null, "role_description": "text field", "value": "AlarmClock.band", "position": "41.00;2408.00", "size": "102;20", "children": []}]}]}, {"name": null, "role": "AXRow", "description": null, "role_description": "outline row", "value": null, "position": "0.00;2430.00", "size": "159;23", "children": [{"name": null, "role": "AXGroup", "description": null, "role_description": "group", "value": null, "position": "10.00;2430.00", "size": "139;23", "children": [{"name": null, "role": "AXDisclosureTriangle", "description": null, "role_description": "disclosure triangle", "value": 0, "position": "28.00;2431.00", "size": "13;20", "children": []}, {"name": null, "role": "AXTextField", "description": null, "role_description": "text field", "value": "AlarmClock1.band", "position": "41.00;2431.00", "size": "102;20", "children": []}]}]}, {"name": null, "role": "AXRow", "description": null, "role_description": "outline row", "value": null, "position": "0.00;2453.00", "size": "159;23", "children": [{"name": null, "role": "AXTextField", "description": null, "role_description": "text field", "value": "alex-nlaw-1.jpg", "position": "41.00;2454.00", "size": "102;20", "children": []}]}, {"name": null, "role": "AXRow", "description": null, "role_description": "outline row", "value": null, "position": "0.00;2476.00", "size": "159;23", "children": [{"name": null, "role": "AXTextField", "description": null, "role_description": "text field", "value": "alpaca.png", "position": "41.00;2477.00", "size": "102;20", "children": []}]}, {"name": null, "role": "AXRow", "description": null, "role_description": "outline row", "value": null, "position": "0.00;2499.00", "size": "159;23", "children": [{"name": null, "role": "AXTextField", "description": null, "role_description": "text field", "value": "AN-94_Abakan_(3).jpg", "position": "41.00;2500.00", "size": "102;20", "children": []}]}, {"name": null, "role": "AXRow", "description": null, "role_description": "outline row", "value": null, "position": "0.00;2522.00", "size": "159;23", "children": [{"name": null, "role": "AXTextField", "description": null, "role_description": "text field", "value": "analog-detection-test-prediction.pkl", "position": "41.00;2523.00", "size": "102;20", "children": []}]}, {"name": null, "role": "AXRow", "description": null, "role_description": "outline row", "value": null, "position": "0.00;2545.00", "size": "159;23", "children": [{"name": null, "role": "AXTextField", "description": null, "role_description": "text field", "value": "analog-detection-vit-final.pkl", "position": "41.00;2546.00", "size": "102;20", "children": []}]}, {"name": null, "role": "AXRow", "description": null, "role_description": "outline row", "value": null, "position": "0.00;2568.00", "size": "159;23", "children": [{"name": null, "role": "AXTextField", "description": null, "role_description": "text field", "value": "analog-detection-vit-small-2.pkl", "position": "41.00;2569.00", "size": "102;20", "children": []}]}, {"name": null, "role": "AXRow", "description": null, "role_description": "outline row", "value": null, "position": "0.00;2591.00", "size": "159;23", "children": [{"name": null, "role": "AXTextField", "description": null, "role_description": "text field", "value": "analog-detection-vit-small-aug2.pkl", "position": "41.00;2592.00", "size": "102;20", "children": []}]}, {"name": null, "role": "AXRow", "description": null, "role_description": "outline row", "value": null, "position": "0.00;2614.00", "size": "159;23", "children": [{"name": null, "role": "AXTextField", "description": null, "role_description": "text field", "value": "analog-detection-vit-small.pkl", "position": "41.00;2615.00", "size": "102;20", "children": []}]}, {"name": null, "role": "AXRow", "description": null, "role_description": "outline row", "value": null, "position": "0.00;2637.00", "size": "159;23", "children": [{"name": null, "role": "AXTextField", "description": null, "role_description": "text field", "value": "analog-detection-vit.pkl", "position": "41.00;2638.00", "size": "102;20", "children": []}]}, {"name": null, "role": "AXRow", "description": null, "role_description": "outline row", "value": null, "position": "0.00;2660.00", "size": "159;23", "children": [{"name": null, "role": "AXTextField", "description": null, "role_description": "text field", "value": "anitaglavan_lesya_ukrainka.pdf", "position": "41.00;2661.00", "size": "102;20", "children": []}]}, {"name": null, "role": "AXRow", "description": null, "role_description": "outline row", "value": null, "position": "0.00;2683.00", "size": "159;23", "children": [{"name": null, "role": "AXTextField", "description": null, "role_description": "text field", "value": "apks.zip", "position": "41.00;2684.00", "size": "102;20", "children": []}]}, {"name": null, "role": "AXRow", "description": null, "role_description": "outline row", "value": null, "position": "0.00;2706.00", "size": "159;23", "children": [{"name": null, "role": "AXTextField", "description": null, "role_description": "text field", "value": "AppID - Sentence Release Notes - Labeled 6000.csv", "position": "41.00;2707.00", "size": "102;20", "children": []}]}, {"name": null, "role": "AXRow", "description": null, "role_description": "outline row", "value": null, "position": "0.00;2729.00", "size": "159;23", "children": [{"name": null, "role": "AXGroup", "description": null, "role_description": "group", "value": null, "position": "10.00;2729.00", "size": "139;23", "children": [{"name": null, "role": "AXDisclosureTriangle", "description": null, "role_description": "disclosure triangle", "value": 0, "position": "28.00;2730.00", "size": "13;20", "children": []}, {"name": null, "role": "AXTextField", "description": null, "role_description": "text field", "value": "Archive (1)", "position": "41.00;2730.00", "size": "102;20", "children": []}]}]}, {"name": null, "role": "AXRow", "description": null, "role_description": "outline row", "value": null, "position": "0.00;2752.00", "size": "159;23", "children": [{"name": null, "role": "AXTextField", "description": null, "role_description": "text field", "value": "Archive (1).zip", "position": "41.00;2753.00", "size": "102;20", "children": []}]}, {"name": null, "role": "AXRow", "description": null, "role_description": "outline row", "value": null, "position": "0.00;2775.00", "size": "159;23", "children": [{"name": null, "role": "AXGroup", "description": null, "role_description": "group", "value": null, "position": "10.00;2775.00", "size": "139;23", "children": [{"name": null, "role": "AXDisclosureTriangle", "description": null, "role_description": "disclosure triangle", "value": 0, "position": "28.00;2776.00", "size": "13;20", "children": []}, {"name": null, "role": "AXTextField", "description": null, "role_description": "text field", "value": "Archive (2)", "position": "41.00;2776.00", "size": "102;20", "children": []}]}]}, {"name": null, "role": "AXRow", "description": null, "role_description": "outline row", "value": null, "position": "0.00;2798.00", "size": "159;23", "children": [{"name": null, "role": "AXTextField", "description": null, "role_description": "text field", "value": "Archive (2).zip", "position": "41.00;2799.00", "size": "102;20", "children": []}]}, {"name": null, "role": "AXRow", "description": null, "role_description": "outline row", "value": null, "position": "0.00;2821.00", "size": "159;23", "children": [{"name": null, "role": "AXTextField", "description": null, "role_description": "text field", "value": "archive.zip", "position": "41.00;2822.00", "size": "102;20", "children": []}]}, {"name": null, "role": "AXRow", "description": null, "role_description": "outline row", "value": null, "position": "0.00;2844.00", "size": "159;23", "children": [{"name": null, "role": "AXTextField", "description": null, "role_description": "text field", "value": "archive(1).zip", "position": "41.00;2845.00", "size": "102;20", "children": []}]}, {"name": null, "role": "AXRow", "description": null, "role_description": "outline row", "value": null, "position": "0.00;2867.00", "size": "159;23", "children": [{"name": null, "role": "AXTextField", "description": null, "role_description": "text field", "value": "archive(2).zip", "position": "41.00;2868.00", "size": "102;20", "children": []}]}, {"name": null, "role": "AXRow", "description": null, "role_description": "outline row", "value": null, "position": "0.00;2890.00", "size": "159;23", "children": [{"name": null, "role": "AXTextField", "description": null, "role_description": "text field", "value": "arial.ttf", "position": "41.00;2891.00", "size": "102;20", "children": []}]}, {"name": null, "role": "AXRow", "description": null, "role_description": "outline row", "value": null, "position": "0.00;2913.00", "size": "159;23", "children": [{"name": null, "role": "AXGroup", "description": null, "role_description": "group", "value": null, "position": "10.00;2913.00", "size": "139;23", "children": [{"name": null, "role": "AXDisclosureTriangle", "description": null, "role_description": "disclosure triangle", "value": 0, "position": "28.00;2914.00", "size": "13;20", "children": []}, {"name": null, "role": "AXTextField", "description": null, "role_description": "text field", "value": "armored-vehicles", "position": "41.00;2914.00", "size": "102;20", "children": []}]}]}, {"name": null, "role": "AXRow", "description": null, "role_description": "outline row", "value": null, "position": "0.00;2936.00", "size": "159;23", "children": [{"name": null, "role": "AXTextField", "description": null, "role_description": "text field", "value": "armored-vehicles.zip", "position": "41.00;2937.00", "size": "102;20", "children": []}]}, {"name": null, "role": "AXRow", "description": null, "role_description": "outline row", "value": null, "position": "0.00;2959.00", "size": "159;23", "children": [{"name": null, "role": "AXTextField", "description": null, "role_description": "text field", "value": "Assistant_Advice-2.pdf", "position": "41.00;2960.00", "size": "102;20", "children": []}]}, {"name": null, "role": "AXRow", "description": null, "role_description": "outline row", "value": null, "position": "0.00;2982.00", "size": "159;23", "children": [{"name": null, "role": "AXTextField", "description": null, "role_description": "text field", "value": "Assistant_Advice-3.pdf", "position": "41.00;2983.00", "size": "102;20", "children": []}]}, {"name": null, "role": "AXRow", "description": null, "role_description": "outline row", "value": null, "position": "0.00;3005.00", "size": "159;23", "children": [{"name": null, "role": "AXTextField", "description": null, "role_description": "text field", "value": "Assistant_Advice-4.pdf", "position": "41.00;3006.00", "size": "102;20", "children": []}]}, {"name": null, "role": "AXRow", "description": null, "role_description": "outline row", "value": null, "position": "0.00;3028.00", "size": "159;23", "children": [{"name": null, "role": "AXTextField", "description": null, "role_description": "text field", "value": "Assistant_Advice.pdf", "position": "41.00;3029.00", "size": "102;20", "children": []}]}, {"name": null, "role": "AXRow", "description": null, "role_description": "outline row", "value": null, "position": "0.00;3051.00", "size": "159;23", "children": [{"name": null, "role": "AXTextField", "description": null, "role_description": "text field", "value": "attention_xy.gif", "position": "41.00;3052.00", "size": "102;20", "children": []}]}, {"name": null, "role": "AXRow", "description": null, "role_description": "outline row", "value": null, "position": "0.00;3074.00", "size": "159;23", "children": [{"name": null, "role": "AXTextField", "description": null, "role_description": "text field", "value": "ax_element_dist.png", "position": "41.00;3075.00", "size": "102;20", "children": []}]}, {"name": null, "role": "AXRow", "description": null, "role_description": "outline row", "value": null, "position": "0.00;3097.00", "size": "159;23", "children": [{"name": null, "role": "AXTextField", "description": null, "role_description": "text field", "value": "AXButton.png", "position": "41.00;3098.00", "size": "102;20", "children": []}]}, {"name": null, "role": "AXRow", "description": null, "role_description": "outline row", "value": null, "position": "0.00;3120.00", "size": "159;23", "children": [{"name": null, "role": "AXTextField", "description": null, "role_description": "text field", "value": "AXImage.png", "position": "41.00;3121.00", "size": "102;20", "children": []}]}, {"name": null, "role": "AXRow", "description": null, "role_description": "outline row", "value": null, "position": "0.00;3143.00", "size": "159;23", "children": [{"name": null, "role": "AXTextField", "description": null, "role_description": "text field", "value": "AXStaticText.png", "position": "41.00;3144.00", "size": "102;20", "children": []}]}, {"name": null, "role": "AXRow", "description": null, "role_description": "outline row", "value": null, "position": "0.00;3166.00", "size": "159;23", "children": [{"name": null, "role": "AXTextField", "description": null, "role_description": "text field", "value": "bank_statement_jan_mar.pdf", "position": "41.00;3167.00", "size": "102;20", "children": []}]}, {"name": null, "role": "AXRow", "description": null, "role_description": "outline row", "value": null, "position": "0.00;3189.00", "size": "159;23", "children": [{"name": null, "role": "AXTextField", "description": null, "role_description": "text field", "value": "bank_statement_march.pdf", "position": "41.00;3190.00", "size": "102;20", "children": []}]}, {"name": null, "role": "AXRow", "description": null, "role_description": "outline row", "value": null, "position": "0.00;3212.00", "size": "159;23", "children": [{"name": null, "role": "AXTextField", "description": null, "role_description": "text field", "value": "bda_upload_file.jsonl", "position": "41.00;3213.00", "size": "102;20", "children": []}]}, {"name": null, "role": "AXRow", "description": null, "role_description": "outline row", "value": null, "position": "0.00;3235.00", "size": "159;23", "children": [{"name": null, "role": "AXTextField", "description": null, "role_description": "text field", "value": "best (1).pt", "position": "41.00;3236.00", "size": "102;20", "children": []}]}, {"name": null, "role": "AXRow", "description": null, "role_description": "outline row", "value": null, "position": "0.00;3258.00", "size": "159;23", "children": [{"name": null, "role": "AXTextField", "description": null, "role_description": "text field", "value": "best(1).pt", "position": "41.00;3259.00", "size": "102;20", "children": []}]}, {"name": null, "role": "AXRow", "description": null, "role_description": "outline row", "value": null, "position": "0.00;3281.00", "size": "159;23", "children": [{"name": null, "role": "AXTextField", "description": null, "role_description": "text field", "value": "best(2).pt", "position": "41.00;3282.00", "size": "102;20", "children": []}]}, {"name": null, "role": "AXRow", "description": null, "role_description": "outline row", "value": null, "position": "0.00;3304.00", "size": "159;23", "children": [{"name": null, "role": "AXTextField", "description": null, "role_description": "text field", "value": "best(3).pt", "position": "41.00;3305.00", "size": "102;20", "children": []}]}, {"name": null, "role": "AXRow", "description": null, "role_description": "outline row", "value": null, "position": "0.00;3327.00", "size": "159;23", "children": [{"name": null, "role": "AXTextField", "description": null, "role_description": "text field", "value": "Birth certificate.pdf", "position": "41.00;3328.00", "size": "102;20", "children": []}]}, {"name": null, "role": "AXRow", "description": null, "role_description": "outline row", "value": null, "position": "0.00;3350.00", "size": "159;23", "children": [{"name": null, "role": "AXTextField", "description": null, "role_description": "text field", "value": "Birthday drones for Dan QRcode.png", "position": "41.00;3351.00", "size": "102;20", "children": []}]}, {"name": null, "role": "AXRow", "description": null, "role_description": "outline row", "value": null, "position": "0.00;3373.00", "size": "159;23", "children": [{"name": null, "role": "AXTextField", "description": null, "role_description": "text field", "value": "Birthday drones for Dan QRcode.svg", "position": "41.00;3374.00", "size": "102;20", "children": []}]}, {"name": null, "role": "AXRow", "description": null, "role_description": "outline row", "value": null, "position": "0.00;3396.00", "size": "159;23", "children": [{"name": null, "role": "AXTextField", "description": null, "role_description": "text field", "value": "Blacksmith-Opt1.jpg", "position": "41.00;3397.00", "size": "102;20", "children": []}]}, {"name": null, "role": "AXRow", "description": null, "role_description": "outline row", "value": null, "position": "0.00;3419.00", "size": "159;23", "children": [{"name": null, "role": "AXGroup", "description": null, "role_description": "group", "value": null, "position": "10.00;3419.00", "size": "139;23", "children": [{"name": null, "role": "AXDisclosureTriangle", "description": null, "role_description": "disclosure triangle", "value": 0, "position": "28.00;3420.00", "size": "13;20", "children": []}, {"name": null, "role": "AXTextField", "description": null, "role_description": "text field", "value": "blur_add_data", "position": "41.00;3420.00", "size": "102;20", "children": []}]}]}, {"name": null, "role": "AXRow", "description": null, "role_description": "outline row", "value": null, "position": "0.00;3442.00", "size": "159;23", "children": [{"name": null, "role": "AXTextField", "description": null, "role_description": "text field", "value": "blur_add_data.zip", "position": "41.00;3443.00", "size": "102;20", "children": []}]}, {"name": null, "role": "AXRow", "description": null, "role_description": "outline row", "value": null, "position": "0.00;3465.00", "size": "159;23", "children": [{"name": null, "role": "AXTextField", "description": null, "role_description": "text field", "value": "BlurDatasetImage.zip", "position": "41.00;3466.00", "size": "102;20", "children": []}]}, {"name": null, "role": "AXRow", "description": null, "role_description": "outline row", "value": null, "position": "0.00;3488.00", "size": "159;23", "children": [{"name": null, "role": "AXTextField", "description": null, "role_description": "text field", "value": "bohdan-azov-optimized.jpg", "position": "41.00;3489.00", "size": "102;20", "children": []}]}, {"name": null, "role": "AXRow", "description": null, "role_description": "outline row", "value": null, "position": "0.00;3511.00", "size": "159;23", "children": [{"name": null, "role": "AXGroup", "description": null, "role_description": "group", "value": null, "position": "10.00;3511.00", "size": "139;23", "children": [{"name": null, "role": "AXDisclosureTriangle", "description": null, "role_description": "disclosure triangle", "value": 0, "position": "28.00;3512.00", "size": "13;20", "children": []}, {"name": null, "role": "AXTextField", "description": null, "role_description": "text field", "value": "BouncedMp3ChristmasUpdate", "position": "41.00;3512.00", "size": "102;20", "children": []}]}]}, {"name": null, "role": "AXRow", "description": null, "role_description": "outline row", "value": null, "position": "0.00;3534.00", "size": "159;23", "children": [{"name": null, "role": "AXTextField", "description": null, "role_description": "text field", "value": "BouncedMp3ChristmasUpdate.zip", "position": "41.00;3535.00", "size": "102;20", "children": []}]}, {"name": null, "role": "AXRow", "description": null, "role_description": "outline row", "value": null, "position": "0.00;3557.00", "size": "159;23", "children": [{"name": null, "role": "AXGroup", "description": null, "role_description": "group", "value": null, "position": "10.00;3557.00", "size": "139;23", "children": [{"name": null, "role": "AXDisclosureTriangle", "description": null, "role_description": "disclosure triangle", "value": 0, "position": "28.00;3558.00", "size": "13;20", "children": []}, {"name": null, "role": "AXTextField", "description": null, "role_description": "text field", "value": "BPLA.v1i.coco-segmentation", "position": "41.00;3558.00", "size": "102;20", "children": []}]}]}, {"name": null, "role": "AXRow", "description": null, "role_description": "outline row", "value": null, "position": "0.00;3580.00", "size": "159;23", "children": [{"name": null, "role": "AXTextField", "description": null, "role_description": "text field", "value": "BPLA.v1i.coco-segmentation.zip", "position": "41.00;3581.00", "size": "102;20", "children": []}]}, {"name": null, "role": "AXRow", "description": null, "role_description": "outline row", "value": null, "position": "0.00;3603.00", "size": "159;23", "children": [{"name": null, "role": "AXTextField", "description": null, "role_description": "text field", "value": "BPLA.v4i.coco.zip", "position": "41.00;3604.00", "size": "102;20", "children": []}]}, {"name": null, "role": "AXRow", "description": null, "role_description": "outline row", "value": null, "position": "0.00;3626.00", "size": "159;23", "children": [{"name": null, "role": "AXTextField", "description": null, "role_description": "text field", "value": "bquxjob_5106d4a5_18becf92060.csv", "position": "41.00;3627.00", "size": "102;20", "children": []}]}, {"name": null, "role": "AXRow", "description": null, "role_description": "outline row", "value": null, "position": "0.00;3649.00", "size": "159;23", "children": [{"name": null, "role": "AXTextField", "description": null, "role_description": "text field", "value": "branimir-balogovic-v501xq7qPaI-unsplash.jpg", "position": "41.00;3650.00", "size": "102;20", "children": []}]}, {"name": null, "role": "AXRow", "description": null, "role_description": "outline row", "value": null, "position": "0.00;3672.00", "size": "159;23", "children": [{"name": null, "role": "AXTextField", "description": null, "role_description": "text field", "value": "bronstein.pdf", "position": "41.00;3673.00", "size": "102;20", "children": []}]}, {"name": null, "role": "AXRow", "description": null, "role_description": "outline row", "value": null, "position": "0.00;3695.00", "size": "159;23", "children": [{"name": null, "role": "AXTextField", "description": null, "role_description": "text field", "value": "Calendar-1707174364.00.png", "position": "41.00;3696.00", "size": "102;20", "children": []}]}, {"name": null, "role": "AXRow", "description": null, "role_description": "outline row", "value": null, "position": "0.00;3718.00", "size": "159;23", "children": [{"name": null, "role": "AXTextField", "description": null, "role_description": "text field", "value": "camphoto_869693583.JPG", "position": "41.00;3719.00", "size": "102;20", "children": []}]}, {"name": null, "role": "AXRow", "description": null, "role_description": "outline row", "value": null, "position": "0.00;3741.00", "size": "159;23", "children": [{"name": null, "role": "AXTextField", "description": null, "role_description": "text field", "value": "cancel_39dp_5D0E07_FILL0_wght400_GRAD0_opsz40.png", "position": "41.00;3742.00", "size": "102;20", "children": []}]}, {"name": null, "role": "AXRow", "description": null, "role_description": "outline row", "value": null, "position": "0.00;3764.00", "size": "159;23", "children": [{"name": null, "role": "AXTextField", "description": null, "role_description": "text field", "value": "Canva.csv", "position": "41.00;3765.00", "size": "102;20", "children": []}]}, {"name": null, "role": "AXRow", "description": null, "role_description": "outline row", "value": null, "position": "0.00;3787.00", "size": "159;23", "children": [{"name": null, "role": "AXTextField", "description": null, "role_description": "text field", "value": "Canva.pdf", "position": "41.00;3788.00", "size": "102;20", "children": []}]}, {"name": null, "role": "AXRow", "description": null, "role_description": "outline row", "value": null, "position": "0.00;3810.00", "size": "159;23", "children": [{"name": null, "role": "AXTextField", "description": null, "role_description": "text field", "value": "Card account statement.pdf", "position": "41.00;3811.00", "size": "102;20", "children": []}]}, {"name": null, "role": "AXRow", "description": null, "role_description": "outline row", "value": null, "position": "0.00;3833.00", "size": "159;23", "children": [{"name": null, "role": "AXTextField", "description": null, "role_description": "text field", "value": "cat-kitty.gif", "position": "41.00;3834.00", "size": "102;20", "children": []}]}, {"name": null, "role": "AXRow", "description": null, "role_description": "outline row", "value": null, "position": "0.00;3856.00", "size": "159;23", "children": [{"name": null, "role": "AXTextField", "description": null, "role_description": "text field", "value": "cecilia.jpg", "position": "41.00;3857.00", "size": "102;20", "children": []}]}, {"name": null, "role": "AXRow", "description": null, "role_description": "outline row", "value": null, "position": "0.00;3879.00", "size": "159;23", "children": [{"name": null, "role": "AXTextField", "description": null, "role_description": "text field", "value": "cecilia.png", "position": "41.00;3880.00", "size": "102;20", "children": []}]}, {"name": null, "role": "AXRow", "description": null, "role_description": "outline row", "value": null, "position": "0.00;3902.00", "size": "159;23", "children": [{"name": null, "role": "AXTextField", "description": null, "role_description": "text field", "value": "Certificate of inheritance.pdf", "position": "41.00;3903.00", "size": "102;20", "children": []}]}, {"name": null, "role": "AXRow", "description": null, "role_description": "outline row", "value": null, "position": "0.00;3925.00", "size": "159;23", "children": [{"name": null, "role": "AXTextField", "description": null, "role_description": "text field", "value": "chart.png", "position": "41.00;3926.00", "size": "102;20", "children": []}]}, {"name": null, "role": "AXRow", "description": null, "role_description": "outline row", "value": null, "position": "0.00;3948.00", "size": "159;23", "children": [{"name": null, "role": "AXGroup", "description": null, "role_description": "group", "value": null, "position": "10.00;3948.00", "size": "139;23", "children": [{"name": null, "role": "AXDisclosureTriangle", "description": null, "role_description": "disclosure triangle", "value": 0, "position": "28.00;3949.00", "size": "13;20", "children": []}, {"name": null, "role": "AXTextField", "description": null, "role_description": "text field", "value": "ChatGPT_files", "position": "41.00;3949.00", "size": "102;20", "children": []}]}]}, {"name": null, "role": "AXRow", "description": null, "role_description": "outline row", "value": null, "position": "0.00;3971.00", "size": "159;23", "children": [{"name": null, "role": "AXTextField", "description": null, "role_description": "text field", "value": "ChatGPT.html", "position": "41.00;3972.00", "size": "102;20", "children": []}]}, {"name": null, "role": "AXRow", "description": null, "role_description": "outline row", "value": null, "position": "0.00;3994.00", "size": "159;23", "children": [{"name": null, "role": "AXGroup", "description": null, "role_description": "group", "value": null, "position": "10.00;3994.00", "size": "139;23", "children": [{"name": null, "role": "AXDisclosureTriangle", "description": null, "role_description": "disclosure triangle", "value": 0, "position": "28.00;3995.00", "size": "13;20", "children": []}, {"name": null, "role": "AXTextField", "description": null, "role_description": "text field", "value": "checkbox", "position": "41.00;3995.00", "size": "102;20", "children": []}]}]}, {"name": null, "role": "AXRow", "description": null, "role_description": "outline row", "value": null, "position": "0.00;4017.00", "size": "159;23", "children": [{"name": null, "role": "AXTextField", "description": null, "role_description": "text field", "value": "checkbox_check.png", "position": "41.00;4018.00", "size": "102;20", "children": []}]}, {"name": null, "role": "AXRow", "description": null, "role_description": "outline row", "value": null, "position": "0.00;4040.00", "size": "159;23", "children": [{"name": null, "role": "AXTextField", "description": null, "role_description": "text field", "value": "checkbox_check(1).png", "position": "41.00;4041.00", "size": "102;20", "children": []}]}, {"name": null, "role": "AXRow", "description": null, "role_description": "outline row", "value": null, "position": "0.00;4063.00", "size": "159;23", "children": [{"name": null, "role": "AXTextField", "description": null, "role_description": "text field", "value": "checkbox.png", "position": "41.00;4064.00", "size": "102;20", "children": []}]}, {"name": null, "role": "AXRow", "description": null, "role_description": "outline row", "value": null, "position": "0.00;4086.00", "size": "159;23", "children": [{"name": null, "role": "AXTextField", "description": null, "role_description": "text field", "value": "checkmark.circle@2x.png", "position": "41.00;4087.00", "size": "102;20", "children": []}]}, {"name": null, "role": "AXRow", "description": null, "role_description": "outline row", "value": null, "position": "0.00;4109.00", "size": "159;23", "children": [{"name": null, "role": "AXTextField", "description": null, "role_description": "text field", "value": "ChopandSwing_r59744_v1.3.alp", "position": "41.00;4110.00", "size": "102;20", "children": []}]}, {"name": null, "role": "AXRow", "description": null, "role_description": "outline row", "value": null, "position": "0.00;4132.00", "size": "159;23", "children": [{"name": null, "role": "AXTextField", "description": null, "role_description": "text field", "value": "City of the Dead Tours Receipt for Transaction_ 25356.pdf", "position": "41.00;4133.00", "size": "102;20", "children": []}]}, {"name": null, "role": "AXRow", "description": null, "role_description": "outline row", "value": null, "position": "0.00;4155.00", "size": "159;23", "children": [{"name": null, "role": "AXTextField", "description": null, "role_description": "text field", "value": "CleanMyMaс.dmg", "position": "41.00;4156.00", "size": "102;20", "children": []}]}, {"name": null, "role": "AXRow", "description": null, "role_description": "outline row", "value": null, "position": "0.00;4178.00", "size": "159;23", "children": [{"name": null, "role": "AXTextField", "description": null, "role_description": "text field", "value": "cmm menu.png", "position": "41.00;4179.00", "size": "102;20", "children": []}]}, {"name": null, "role": "AXRow", "description": null, "role_description": "outline row", "value": null, "position": "0.00;4201.00", "size": "159;23", "children": [{"name": null, "role": "AXTextField", "description": null, "role_description": "text field", "value": "cmm_queries_howto_full.csv", "position": "41.00;4202.00", "size": "102;20", "children": []}]}, {"name": null, "role": "AXRow", "description": null, "role_description": "outline row", "value": null, "position": "0.00;4224.00", "size": "159;23", "children": [{"name": null, "role": "AXTextField", "description": null, "role_description": "text field", "value": "cmm_queries_howto.csv", "position": "41.00;4225.00", "size": "102;20", "children": []}]}, {"name": null, "role": "AXRow", "description": null, "role_description": "outline row", "value": null, "position": "0.00;4247.00", "size": "159;23", "children": [{"name": null, "role": "AXTextField", "description": null, "role_description": "text field", "value": "CMMX. Start Trial(1).png", "position": "41.00;4248.00", "size": "102;20", "children": []}]}, {"name": null, "role": "AXRow", "description": null, "role_description": "outline row", "value": null, "position": "0.00;4270.00", "size": "159;23", "children": [{"name": null, "role": "AXTextField", "description": null, "role_description": "text field", "value": "CO84JIsz.html", "position": "41.00;4271.00", "size": "102;20", "children": []}]}, {"name": null, "role": "AXRow", "description": null, "role_description": "outline row", "value": null, "position": "0.00;4293.00", "size": "159;23", "children": [{"name": null, "role": "AXGroup", "description": null, "role_description": "group", "value": null, "position": "10.00;4293.00", "size": "139;23", "children": [{"name": null, "role": "AXDisclosureTriangle", "description": null, "role_description": "disclosure triangle", "value": 0, "position": "28.00;4294.00", "size": "13;20", "children": []}, {"name": null, "role": "AXTextField", "description": null, "role_description": "text field", "value": "color correction retoch", "position": "41.00;4294.00", "size": "102;20", "children": []}]}]}, {"name": null, "role": "AXRow", "description": null, "role_description": "outline row", "value": null, "position": "0.00;4316.00", "size": "159;23", "children": [{"name": null, "role": "AXTextField", "description": null, "role_description": "text field", "value": "color correction retoch-20231221T121407Z-001.zip", "position": "41.00;4317.00", "size": "102;20", "children": []}]}, {"name": null, "role": "AXRow", "description": null, "role_description": "outline row", "value": null, "position": "0.00;4339.00", "size": "159;23", "children": [{"name": null, "role": "AXTextField", "description": null, "role_description": "text field", "value": "Community meeting page QR.svg", "position": "41.00;4340.00", "size": "102;20", "children": []}]}, {"name": null, "role": "AXRow", "description": null, "role_description": "outline row", "value": null, "position": "0.00;4362.00", "size": "159;23", "children": [{"name": null, "role": "AXTextField", "description": null, "role_description": "text field", "value": "COMP0026_Coursework2-1.pdf", "position": "41.00;4363.00", "size": "102;20", "children": []}]}, {"name": null, "role": "AXRow", "description": null, "role_description": "outline row", "value": null, "position": "0.00;4385.00", "size": "159;23", "children": [{"name": null, "role": "AXTextField", "description": null, "role_description": "text field", "value": "COMP0027_Coursework3.pdf", "position": "41.00;4386.00", "size": "102;20", "children": []}]}, {"name": null, "role": "AXRow", "description": null, "role_description": "outline row", "value": null, "position": "0.00;4408.00", "size": "159;23", "children": [{"name": null, "role": "AXTextField", "description": null, "role_description": "text field", "value": "COMP0027_CW1_RayTracing.pdf", "position": "41.00;4409.00", "size": "102;20", "children": []}]}, {"name": null, "role": "AXRow", "description": null, "role_description": "outline row", "value": null, "position": "0.00;4431.00", "size": "159;23", "children": [{"name": null, "role": "AXTextField", "description": null, "role_description": "text field", "value": "Comp0027_CW2_Rasterization.pdf", "position": "41.00;4432.00", "size": "102;20", "children": []}]}, {"name": null, "role": "AXRow", "description": null, "role_description": "outline row", "value": null, "position": "0.00;4454.00", "size": "159;23", "children": [{"name": null, "role": "AXTextField", "description": null, "role_description": "text field", "value": "Conceptual guide _ 🦜️🔗 LangChain.pdf", "position": "41.00;4455.00", "size": "102;20", "children": []}]}, {"name": null, "role": "AXRow", "description": null, "role_description": "outline row", "value": null, "position": "0.00;4477.00", "size": "159;23", "children": [{"name": null, "role": "AXTextField", "description": null, "role_description": "text field", "value": "Copy of IMG_0064.jpg", "position": "41.00;4478.00", "size": "102;20", "children": []}]}, {"name": null, "role": "AXRow", "description": null, "role_description": "outline row", "value": null, "position": "0.00;4500.00", "size": "159;23", "children": [{"name": null, "role": "AXTextField", "description": null, "role_description": "text field", "value": "Copy of IMG_9056.HEIC", "position": "41.00;4501.00", "size": "102;20", "children": []}]}, {"name": null, "role": "AXRow", "description": null, "role_description": "outline row", "value": null, "position": "0.00;4523.00", "size": "159;23", "children": [{"name": null, "role": "AXTextField", "description": null, "role_description": "text field", "value": "Copy of photo_2022-12-30_20-53-52.jpg", "position": "41.00;4524.00", "size": "102;20", "children": []}]}, {"name": null, "role": "AXRow", "description": null, "role_description": "outline row", "value": null, "position": "0.00;4546.00", "size": "159;23", "children": [{"name": null, "role": "AXTextField", "description": null, "role_description": "text field", "value": "Copy of Products - Segmentation of search queries CMM competitors - AVG Cleaner for Mac.csv", "position": "41.00;4547.00", "size": "102;20", "children": []}]}, {"name": null, "role": "AXRow", "description": null, "role_description": "outline row", "value": null, "position": "0.00;4569.00", "size": "159;23", "children": [{"name": null, "role": "AXTextField", "description": null, "role_description": "text field", "value": "Copy of Products - Segmentation of search queries CMM competitors - CCleaner.csv", "position": "41.00;4570.00", "size": "102;20", "children": []}]}, {"name": null, "role": "AXRow", "description": null, "role_description": "outline row", "value": null, "position": "0.00;4592.00", "size": "159;23", "children": [{"name": null, "role": "AXTextField", "description": null, "role_description": "text field", "value": "Copy of Products - Segmentation of search queries CMM competitors - cleanmymac.com.csv", "position": "41.00;4593.00", "size": "102;20", "children": []}]}, {"name": null, "role": "AXRow", "description": null, "role_description": "outline row", "value": null, "position": "0.00;4615.00", "size": "159;23", "children": [{"name": null, "role": "AXTextField", "description": null, "role_description": "text field", "value": "Copy of Products - Segmentation of search queries CMM competitors - cleanmymac.com(1).csv", "position": "41.00;4616.00", "size": "102;20", "children": []}]}, {"name": null, "role": "AXRow", "description": null, "role_description": "outline row", "value": null, "position": "0.00;4638.00", "size": "159;23", "children": [{"name": null, "role": "AXTextField", "description": null, "role_description": "text field", "value": "Copy of Products - Segmentation of search queries CMM competitors - DaisyDisk.csv", "position": "41.00;4639.00", "size": "102;20", "children": []}]}, {"name": null, "role": "AXRow", "description": null, "role_description": "outline row", "value": null, "position": "0.00;4661.00", "size": "159;23", "children": [{"name": null, "role": "AXTextField", "description": null, "role_description": "text field", "value": "Copy of Products - Segmentation of search queries CMM competitors - Disk Clean Pro.csv", "position": "41.00;4662.00", "size": "102;20", "children": []}]}, {"name": null, "role": "AXRow", "description": null, "role_description": "outline row", "value": null, "position": "0.00;4684.00", "size": "159;23", "children": [{"name": null, "role": "AXTextField", "description": null, "role_description": "text field", "value": "Copy of Products - Segmentation of search queries CMM competitors - Disk Drill.csv", "position": "41.00;4685.00", "size": "102;20", "children": []}]}, {"name": null, "role": "AXRow", "description": null, "role_description": "outline row", "value": null, "position": "0.00;4707.00", "size": "159;23", "children": [{"name": null, "role": "AXTextField", "description": null, "role_description": "text field", "value": "Copy of Products - Segmentation of search queries CMM competitors - MacBooster.csv", "position": "41.00;4708.00", "size": "102;20", "children": []}]}, {"name": null, "role": "AXRow", "description": null, "role_description": "outline row", "value": null, "position": "0.00;4730.00", "size": "159;23", "children": [{"name": null, "role": "AXTextField", "description": null, "role_description": "text field", "value": "Copy of Products - Segmentation of search queries CMM competitors - Maccleaner pro.csv", "position": "41.00;4731.00", "size": "102;20", "children": []}]}, {"name": null, "role": "AXRow", "description": null, "role_description": "outline row", "value": null, "position": "0.00;4753.00", "size": "159;23", "children": [{"name": null, "role": "AXTextField", "description": null, "role_description": "text field", "value": "Copy of Products - Segmentation of search queries CMM competitors - MacKeeper.csv", "position": "41.00;4754.00", "size": "102;20", "children": []}]}, {"name": null, "role": "AXRow", "description": null, "role_description": "outline row", "value": null, "position": "0.00;4776.00", "size": "159;23", "children": [{"name": null, "role": "AXTextField", "description": null, "role_description": "text field", "value": "Copy of Products - Segmentation of search queries CMM competitors - [company].com-cleanmymac.csv", "position": "41.00;4777.00", "size": "102;20", "children": []}]}, {"name": null, "role": "AXRow", "description": null, "role_description": "outline row", "value": null, "position": "0.00;4799.00", "size": "159;23", "children": [{"name": null, "role": "AXTextField", "description": null, "role_description": "text field", "value": "Copy of Products - Segmentation of search queries CMM competitors - Malwarebytes.csv", "position": "41.00;4800.00", "size": "102;20", "children": []}]}, {"name": null, "role": "AXRow", "description": null, "role_description": "outline row", "value": null, "position": "0.00;4822.00", "size": "159;23", "children": [{"name": null, "role": "AXTextField", "description": null, "role_description": "text field", "value": "copy_44441AD2-331A-4D9A-95A5-057D21F1752A.mov", "position": "41.00;4823.00", "size": "102;20", "children": []}]}, {"name": null, "role": "AXRow", "description": null, "role_description": "outline row", "value": null, "position": "0.00;4845.00", "size": "159;23", "children": [{"name": null, "role": "AXTextField", "description": null, "role_description": "text field", "value": "corgi.jpg", "position": "41.00;4846.00", "size": "102;20", "children": []}]}, {"name": null, "role": "AXRow", "description": null, "role_description": "outline row", "value": null, "position": "0.00;4868.00", "size": "159;23", "children": [{"name": null, "role": "AXGroup", "description": null, "role_description": "group", "value": null, "position": "10.00;4868.00", "size": "139;23", "children": [{"name": null, "role": "AXDisclosureTriangle", "description": null, "role_description": "disclosure triangle", "value": 0, "position": "28.00;4869.00", "size": "13;20", "children": []}, {"name": null, "role": "AXTextField", "description": null, "role_description": "text field", "value": "cryptoplugin-1.2.2.app", "position": "41.00;4869.00", "size": "102;20", "children": []}]}]}, {"name": null, "role": "AXRow", "description": null, "role_description": "outline row", "value": null, "position": "0.00;4891.00", "size": "159;23", "children": [{"name": null, "role": "AXTextField", "description": null, "role_description": "text field", "value": "cryptoplugin-1.2.2(1).zip", "position": "41.00;4892.00", "size": "102;20", "children": []}]}, {"name": null, "role": "AXRow", "description": null, "role_description": "outline row", "value": null, "position": "0.00;4914.00", "size": "159;23", "children": [{"name": null, "role": "AXTextField", "description": null, "role_description": "text field", "value": "curs.py", "position": "41.00;4915.00", "size": "102;20", "children": []}]}, {"name": null, "role": "AXRow", "description": null, "role_description": "outline row", "value": null, "position": "0.00;4937.00", "size": "159;23", "children": [{"name": null, "role": "AXTextField", "description": null, "role_description": "text field", "value": "CV_Denys_Trishchuk-1.pdf", "position": "41.00;4938.00", "size": "102;20", "children": []}]}, {"name": null, "role": "AXRow", "description": null, "role_description": "outline row", "value": null, "position": "0.00;4960.00", "size": "159;23", "children": [{"name": null, "role": "AXTextField", "description": null, "role_description": "text field", "value": "CV.pdf", "position": "41.00;4961.00", "size": "102;20", "children": []}]}, {"name": null, "role": "AXRow", "description": null, "role_description": "outline row", "value": null, "position": "0.00;4983.00", "size": "159;23", "children": [{"name": null, "role": "AXTextField", "description": null, "role_description": "text field", "value": "cw1.pdf", "position": "41.00;4984.00", "size": "102;20", "children": []}]}, {"name": null, "role": "AXRow", "description": null, "role_description": "outline row", "value": null, "position": "0.00;5006.00", "size": "159;23", "children": [{"name": null, "role": "AXTextField", "description": null, "role_description": "text field", "value": "DakhaBrakha - Monakh [bass].mp3", "position": "41.00;5007.00", "size": "102;20", "children": []}]}, {"name": null, "role": "AXRow", "description": null, "role_description": "outline row", "value": null, "position": "0.00;5029.00", "size": "159;23", "children": [{"name": null, "role": "AXTextField", "description": null, "role_description": "text field", "value": "DakhaBrakha - Monakh [drums].mp3", "position": "41.00;5030.00", "size": "102;20", "children": []}]}, {"name": null, "role": "AXRow", "description": null, "role_description": "outline row", "value": null, "position": "0.00;5052.00", "size": "159;23", "children": [{"name": null, "role": "AXTextField", "description": null, "role_description": "text field", "value": "DakhaBrakha - Monakh [music].mp3", "position": "41.00;5053.00", "size": "102;20", "children": []}]}, {"name": null, "role": "AXRow", "description": null, "role_description": "outline row", "value": null, "position": "0.00;5075.00", "size": "159;23", "children": [{"name": null, "role": "AXTextField", "description": null, "role_description": "text field", "value": "DakhaBrakha - Monakh [vocals].mp3", "position": "41.00;5076.00", "size": "102;20", "children": []}]}, {"name": null, "role": "AXRow", "description": null, "role_description": "outline row", "value": null, "position": "0.00;5098.00", "size": "159;23", "children": [{"name": null, "role": "AXTextField", "description": null, "role_description": "text field", "value": "DALL·E 2024-06-01 18.16.00 - A beautiful female elf bard with long hair, playing a ukulele. She has an elegant and enchanting appearance, with a serene smile and graceful posture.webp", "position": "41.00;5099.00", "size": "102;20", "children": []}]}, {"name": null, "role": "AXRow", "description": null, "role_description": "outline row", "value": null, "position": "0.00;5121.00", "size": "159;23", "children": [{"name": null, "role": "AXTextField", "description": null, "role_description": "text field", "value": "dallemini_2024-1-23_19-4-22.png", "position": "41.00;5122.00", "size": "102;20", "children": []}]}, {"name": null, "role": "AXRow", "description": null, "role_description": "outline row", "value": null, "position": "0.00;5144.00", "size": "159;23", "children": [{"name": null, "role": "AXGroup", "description": null, "role_description": "group", "value": null, "position": "10.00;5144.00", "size": "139;23", "children": [{"name": null, "role": "AXDisclosureTriangle", "description": null, "role_description": "disclosure triangle", "value": 0, "position": "28.00;5145.00", "size": "13;20", "children": []}, {"name": null, "role": "AXTextField", "description": null, "role_description": "text field", "value": "data", "position": "41.00;5145.00", "size": "102;20", "children": []}]}]}, {"name": null, "role": "AXRow", "description": null, "role_description": "outline row", "value": null, "position": "0.00;5167.00", "size": "159;23", "children": [{"name": null, "role": "AXTextField", "description": null, "role_description": "text field", "value": "data.zip", "position": "41.00;5168.00", "size": "102;20", "children": []}]}, {"name": null, "role": "AXRow", "description": null, "role_description": "outline row", "value": null, "position": "0.00;5190.00", "size": "159;23", "children": [{"name": null, "role": "AXTextField", "description": null, "role_description": "text field", "value": "dataset_double_cleaned.zip", "position": "41.00;5191.00", "size": "102;20", "children": []}]}, {"name": null, "role": "AXRow", "description": null, "role_description": "outline row", "value": null, "position": "0.00;5213.00", "size": "159;23", "children": [{"name": null, "role": "AXTextField", "description": null, "role_description": "text field", "value": "Dataset-20240206T182219Z-001.zip", "position": "41.00;5214.00", "size": "102;20", "children": []}]}, {"name": null, "role": "AXRow", "description": null, "role_description": "outline row", "value": null, "position": "0.00;5236.00", "size": "159;23", "children": [{"name": null, "role": "AXTextField", "description": null, "role_description": "text field", "value": "Dataset.zip", "position": "41.00;5237.00", "size": "102;20", "children": []}]}, {"name": null, "role": "AXRow", "description": null, "role_description": "outline row", "value": null, "position": "0.00;5259.00", "size": "159;23", "children": [{"name": null, "role": "AXTextField", "description": null, "role_description": "text field", "value": "datasets_classes.csv", "position": "41.00;5260.00", "size": "102;20", "children": []}]}, {"name": null, "role": "AXRow", "description": null, "role_description": "outline row", "value": null, "position": "0.00;5282.00", "size": "159;23", "children": [{"name": null, "role": "AXTextField", "description": null, "role_description": "text field", "value": "datasets_macos-apps_macappstore-apps_ALPHABETA _assets_ALPHABETA.zip", "position": "41.00;5283.00", "size": "102;20", "children": []}]}, {"name": null, "role": "AXRow", "description": null, "role_description": "outline row", "value": null, "position": "0.00;5305.00", "size": "159;23", "children": [{"name": null, "role": "AXTextField", "description": null, "role_description": "text field", "value": "DB930ADB-1850-48F9-B586-15A8E926166B.mp4", "position": "41.00;5306.00", "size": "102;20", "children": []}]}, {"name": null, "role": "AXRow", "description": null, "role_description": "outline row", "value": null, "position": "0.00;5328.00", "size": "159;23", "children": [{"name": null, "role": "AXTextField", "description": null, "role_description": "text field", "value": "Discord.dmg", "position": "41.00;5329.00", "size": "102;20", "children": []}]}, {"name": null, "role": "AXRow", "description": null, "role_description": "outline row", "value": null, "position": "0.00;5351.00", "size": "159;23", "children": [{"name": null, "role": "AXTextField", "description": null, "role_description": "text field", "value": "DLProd-sample.pdf", "position": "41.00;5352.00", "size": "102;20", "children": []}]}, {"name": null, "role": "AXRow", "description": null, "role_description": "outline row", "value": null, "position": "0.00;5374.00", "size": "159;23", "children": [{"name": null, "role": "AXTextField", "description": null, "role_description": "text field", "value": "Donate to support Dan and win a lot!.mp4", "position": "41.00;5375.00", "size": "102;20", "children": []}]}, {"name": null, "role": "AXRow", "description": null, "role_description": "outline row", "value": null, "position": "0.00;5397.00", "size": "159;23", "children": [{"name": null, "role": "AXTextField", "description": null, "role_description": "text field", "value": "Donate to support Dan and win a lot!(1).mp4", "position": "41.00;5398.00", "size": "102;20", "children": []}]}, {"name": null, "role": "AXRow", "description": null, "role_description": "outline row", "value": null, "position": "0.00;5420.00", "size": "159;23", "children": [{"name": null, "role": "AXTextField", "description": null, "role_description": "text field", "value": "Donate to support Dan and win a lot!(2).mp4", "position": "41.00;5421.00", "size": "102;20", "children": []}]}, {"name": null, "role": "AXRow", "description": null, "role_description": "outline row", "value": null, "position": "0.00;5443.00", "size": "159;23", "children": [{"name": null, "role": "AXTextField", "description": null, "role_description": "text field", "value": "Donate to support Dan and win a lot!(3).mp4", "position": "41.00;5444.00", "size": "102;20", "children": []}]}, {"name": null, "role": "AXRow", "description": null, "role_description": "outline row", "value": null, "position": "0.00;5466.00", "size": "159;23", "children": [{"name": null, "role": "AXTextField", "description": null, "role_description": "text field", "value": "Donate to support Dan and win a lot!(4).mp4", "position": "41.00;5467.00", "size": "102;20", "children": []}]}, {"name": null, "role": "AXRow", "description": null, "role_description": "outline row", "value": null, "position": "0.00;5489.00", "size": "159;23", "children": [{"name": null, "role": "AXTextField", "description": null, "role_description": "text field", "value": "Donate to support Dan and win a lot!(5).mp4", "position": "41.00;5490.00", "size": "102;20", "children": []}]}, {"name": null, "role": "AXRow", "description": null, "role_description": "outline row", "value": null, "position": "0.00;5512.00", "size": "159;23", "children": [{"name": null, "role": "AXTextField", "description": null, "role_description": "text field", "value": "Donate to support Dan and win a lot!(8).mp4", "position": "41.00;5513.00", "size": "102;20", "children": []}]}, {"name": null, "role": "AXRow", "description": null, "role_description": "outline row", "value": null, "position": "0.00;5535.00", "size": "159;23", "children": [{"name": null, "role": "AXTextField", "description": null, "role_description": "text field", "value": "Donate to support Dan and win a lot!(9).mp4", "position": "41.00;5536.00", "size": "102;20", "children": []}]}, {"name": null, "role": "AXRow", "description": null, "role_description": "outline row", "value": null, "position": "0.00;5558.00", "size": "159;23", "children": [{"name": null, "role": "AXTextField", "description": null, "role_description": "text field", "value": "Donate to support Dan and win a lot!(10).mp4", "position": "41.00;5559.00", "size": "102;20", "children": []}]}, {"name": null, "role": "AXRow", "description": null, "role_description": "outline row", "value": null, "position": "0.00;5581.00", "size": "159;23", "children": [{"name": null, "role": "AXTextField", "description": null, "role_description": "text field", "value": "download.png", "position": "41.00;5582.00", "size": "102;20", "children": []}]}, {"name": null, "role": "AXRow", "description": null, "role_description": "outline row", "value": null, "position": "0.00;5604.00", "size": "159;23", "children": [{"name": null, "role": "AXTextField", "description": null, "role_description": "text field", "value": "drive-download-20231108T110121Z-001.zip", "position": "41.00;5605.00", "size": "102;20", "children": []}]}, {"name": null, "role": "AXRow", "description": null, "role_description": "outline row", "value": null, "position": "0.00;5627.00", "size": "159;23", "children": [{"name": null, "role": "AXGroup", "description": null, "role_description": "group", "value": null, "position": "10.00;5627.00", "size": "139;23", "children": [{"name": null, "role": "AXDisclosureTriangle", "description": null, "role_description": "disclosure triangle", "value": 0, "position": "28.00;5628.00", "size": "13;20", "children": []}, {"name": null, "role": "AXTextField", "description": null, "role_description": "text field", "value": "drive-download-20231212T123218Z-001", "position": "41.00;5628.00", "size": "102;20", "children": []}]}]}, {"name": null, "role": "AXRow", "description": null, "role_description": "outline row", "value": null, "position": "0.00;5650.00", "size": "159;23", "children": [{"name": null, "role": "AXTextField", "description": null, "role_description": "text field", "value": "drive-download-20231212T123218Z-001.zip", "position": "41.00;5651.00", "size": "102;20", "children": []}]}, {"name": null, "role": "AXRow", "description": null, "role_description": "outline row", "value": null, "position": "0.00;5673.00", "size": "159;23", "children": [{"name": null, "role": "AXGroup", "description": null, "role_description": "group", "value": null, "position": "10.00;5673.00", "size": "139;23", "children": [{"name": null, "role": "AXDisclosureTriangle", "description": null, "role_description": "disclosure triangle", "value": 0, "position": "28.00;5674.00", "size": "13;20", "children": []}, {"name": null, "role": "AXTextField", "description": null, "role_description": "text field", "value": "drive-download-20240119T144121Z-001", "position": "41.00;5674.00", "size": "102;20", "children": []}]}]}, {"name": null, "role": "AXRow", "description": null, "role_description": "outline row", "value": null, "position": "0.00;5696.00", "size": "159;23", "children": [{"name": null, "role": "AXTextField", "description": null, "role_description": "text field", "value": "drive-download-20240119T144121Z-001.zip", "position": "41.00;5697.00", "size": "102;20", "children": []}]}, {"name": null, "role": "AXRow", "description": null, "role_description": "outline row", "value": null, "position": "0.00;5719.00", "size": "159;23", "children": [{"name": null, "role": "AXGroup", "description": null, "role_description": "group", "value": null, "position": "10.00;5719.00", "size": "139;23", "children": [{"name": null, "role": "AXDisclosureTriangle", "description": null, "role_description": "disclosure triangle", "value": 0, "position": "28.00;5720.00", "size": "13;20", "children": []}, {"name": null, "role": "AXTextField", "description": null, "role_description": "text field", "value": "drive-download-20240216T151853Z-001", "position": "41.00;5720.00", "size": "102;20", "children": []}]}]}, {"name": null, "role": "AXRow", "description": null, "role_description": "outline row", "value": null, "position": "0.00;5742.00", "size": "159;23", "children": [{"name": null, "role": "AXTextField", "description": null, "role_description": "text field", "value": "drive-download-20240216T151853Z-001.zip", "position": "41.00;5743.00", "size": "102;20", "children": []}]}, {"name": null, "role": "AXRow", "description": null, "role_description": "outline row", "value": null, "position": "0.00;5765.00", "size": "159;23", "children": [{"name": null, "role": "AXGroup", "description": null, "role_description": "group", "value": null, "position": "10.00;5765.00", "size": "139;23", "children": [{"name": null, "role": "AXDisclosureTriangle", "description": null, "role_description": "disclosure triangle", "value": 0, "position": "28.00;5766.00", "size": "13;20", "children": []}, {"name": null, "role": "AXTextField", "description": null, "role_description": "text field", "value": "drones-dataset", "position": "41.00;5766.00", "size": "102;20", "children": []}]}]}, {"name": null, "role": "AXRow", "description": null, "role_description": "outline row", "value": null, "position": "0.00;5788.00", "size": "159;23", "children": [{"name": null, "role": "AXTextField", "description": null, "role_description": "text field", "value": "dropdownmenu.png", "position": "41.00;5789.00", "size": "102;20", "children": []}]}, {"name": null, "role": "AXRow", "description": null, "role_description": "outline row", "value": null, "position": "0.00;5811.00", "size": "159;23", "children": [{"name": null, "role": "AXTextField", "description": null, "role_description": "text field", "value": "DSC_0282.jpeg", "position": "41.00;5812.00", "size": "102;20", "children": []}]}, {"name": null, "role": "AXRow", "description": null, "role_description": "outline row", "value": null, "position": "0.00;5834.00", "size": "159;23", "children": [{"name": null, "role": "AXTextField", "description": null, "role_description": "text field", "value": "DSCF1609.JPG", "position": "41.00;5835.00", "size": "102;20", "children": []}]}, {"name": null, "role": "AXRow", "description": null, "role_description": "outline row", "value": null, "position": "0.00;5857.00", "size": "159;23", "children": [{"name": null, "role": "AXTextField", "description": null, "role_description": "text field", "value": "DSCF3427.jpg", "position": "41.00;5858.00", "size": "102;20", "children": []}]}, {"name": null, "role": "AXRow", "description": null, "role_description": "outline row", "value": null, "position": "0.00;5880.00", "size": "159;23", "children": [{"name": null, "role": "AXTextField", "description": null, "role_description": "text field", "value": "dump-11-10-photo.zip", "position": "41.00;5881.00", "size": "102;20", "children": []}]}, {"name": null, "role": "AXRow", "description": null, "role_description": "outline row", "value": null, "position": "0.00;5903.00", "size": "159;23", "children": [{"name": null, "role": "AXTextField", "description": null, "role_description": "text field", "value": "dump-11-10-video.zip", "position": "41.00;5904.00", "size": "102;20", "children": []}]}, {"name": null, "role": "AXRow", "description": null, "role_description": "outline row", "value": null, "position": "0.00;5926.00", "size": "159;23", "children": [{"name": null, "role": "AXTextField", "description": null, "role_description": "text field", "value": "edraw-max_setup_full5380.zip", "position": "41.00;5927.00", "size": "102;20", "children": []}]}, {"name": null, "role": "AXRow", "description": null, "role_description": "outline row", "value": null, "position": "0.00;5949.00", "size": "159;23", "children": [{"name": null, "role": "AXTextField", "description": null, "role_description": "text field", "value": "ef8d4252-1d6c-42bb-9e7c-85fd81330795.jpg", "position": "41.00;5950.00", "size": "102;20", "children": []}]}, {"name": null, "role": "AXRow", "description": null, "role_description": "outline row", "value": null, "position": "0.00;5972.00", "size": "159;23", "children": [{"name": null, "role": "AXTextField", "description": null, "role_description": "text field", "value": "eng.MOV", "position": "41.00;5973.00", "size": "102;20", "children": []}]}, {"name": null, "role": "AXRow", "description": null, "role_description": "outline row", "value": null, "position": "0.00;5995.00", "size": "159;23", "children": [{"name": null, "role": "AXTextField", "description": null, "role_description": "text field", "value": "enrollmentProfile.mobileconfig", "position": "41.00;5996.00", "size": "102;20", "children": []}]}, {"name": null, "role": "AXRow", "description": null, "role_description": "outline row", "value": null, "position": "0.00;6018.00", "size": "159;23", "children": [{"name": null, "role": "AXTextField", "description": null, "role_description": "text field", "value": "eScholarship UC item 4sk3t8tw.pdf", "position": "41.00;6019.00", "size": "102;20", "children": []}]}, {"name": null, "role": "AXRow", "description": null, "role_description": "outline row", "value": null, "position": "0.00;6041.00", "size": "159;23", "children": [{"name": null, "role": "AXTextField", "description": null, "role_description": "text field", "value": "eticket W36QCK.pdf", "position": "41.00;6042.00", "size": "102;20", "children": []}]}, {"name": null, "role": "AXRow", "description": null, "role_description": "outline row", "value": null, "position": "0.00;6064.00", "size": "159;23", "children": [{"name": null, "role": "AXTextField", "description": null, "role_description": "text field", "value": "events.out.tfevents.1699617594.d58f064c6947.3148.0", "position": "41.00;6065.00", "size": "102;20", "children": []}]}, {"name": null, "role": "AXRow", "description": null, "role_description": "outline row", "value": null, "position": "0.00;6087.00", "size": "159;23", "children": [{"name": null, "role": "AXGroup", "description": null, "role_description": "group", "value": null, "position": "10.00;6087.00", "size": "139;23", "children": [{"name": null, "role": "AXDisclosureTriangle", "description": null, "role_description": "disclosure triangle", "value": 0, "position": "28.00;6088.00", "size": "13;20", "children": []}, {"name": null, "role": "AXTextField", "description": null, "role_description": "text field", "value": "Ex-Compiled", "position": "41.00;6088.00", "size": "102;20", "children": []}]}]}, {"name": null, "role": "AXRow", "description": null, "role_description": "outline row", "value": null, "position": "0.00;6110.00", "size": "159;23", "children": [{"name": null, "role": "AXTextField", "description": null, "role_description": "text field", "value": "Extract from the State Register of Rights in Rem.pdf", "position": "41.00;6111.00", "size": "102;20", "children": []}]}, {"name": null, "role": "AXRow", "description": null, "role_description": "outline row", "value": null, "position": "0.00;6133.00", "size": "159;23", "children": [{"name": null, "role": "AXTextField", "description": null, "role_description": "text field", "value": "Extract on registration of the ownership right.pdf", "position": "41.00;6134.00", "size": "102;20", "children": []}]}, {"name": null, "role": "AXRow", "description": null, "role_description": "outline row", "value": null, "position": "0.00;6156.00", "size": "159;23", "children": [{"name": null, "role": "AXTextField", "description": null, "role_description": "text field", "value": "ezgif-3-db87000797.gif", "position": "41.00;6157.00", "size": "102;20", "children": []}]}, {"name": null, "role": "AXRow", "description": null, "role_description": "outline row", "value": null, "position": "0.00;6179.00", "size": "159;23", "children": [{"name": null, "role": "AXTextField", "description": null, "role_description": "text field", "value": "F0h1n0xXsAI-7Ls.jpg", "position": "41.00;6180.00", "size": "102;20", "children": []}]}, {"name": null, "role": "AXRow", "description": null, "role_description": "outline row", "value": null, "position": "0.00;6202.00", "size": "159;23", "children": [{"name": null, "role": "AXTextField", "description": null, "role_description": "text field", "value": "February Invoice for 16 Great Chapel St-en-GB.pdf", "position": "41.00;6203.00", "size": "102;20", "children": []}]}, {"name": null, "role": "AXRow", "description": null, "role_description": "outline row", "value": null, "position": "0.00;6225.00", "size": "159;23", "children": [{"name": null, "role": "AXTextField", "description": null, "role_description": "text field", "value": "Feminine Aesthetic Film Frame Photo Collage Instagram Post.png", "position": "41.00;6226.00", "size": "102;20", "children": []}]}, {"name": null, "role": "AXRow", "description": null, "role_description": "outline row", "value": null, "position": "0.00;6248.00", "size": "159;23", "children": [{"name": null, "role": "AXTextField", "description": null, "role_description": "text field", "value": "fiction.tokenized.shuffled.txt", "position": "41.00;6249.00", "size": "102;20", "children": []}]}, {"name": null, "role": "AXRow", "description": null, "role_description": "outline row", "value": null, "position": "0.00;6271.00", "size": "159;23", "children": [{"name": null, "role": "AXTextField", "description": null, "role_description": "text field", "value": "final_bg.mp4", "position": "41.00;6272.00", "size": "102;20", "children": []}]}, {"name": null, "role": "AXRow", "description": null, "role_description": "outline row", "value": null, "position": "0.00;6294.00", "size": "159;23", "children": [{"name": null, "role": "AXTextField", "description": null, "role_description": "text field", "value": "final_zoom_background.mp4", "position": "41.00;6295.00", "size": "102;20", "children": []}]}, {"name": null, "role": "AXRow", "description": null, "role_description": "outline row", "value": null, "position": "0.00;6317.00", "size": "159;23", "children": [{"name": null, "role": "AXTextField", "description": null, "role_description": "text field", "value": "First Results-20240325T231735Z-001.zip", "position": "41.00;6318.00", "size": "102;20", "children": []}]}, {"name": null, "role": "AXRow", "description": null, "role_description": "outline row", "value": null, "position": "0.00;6340.00", "size": "159;23", "children": [{"name": null, "role": "AXGroup", "description": null, "role_description": "group", "value": null, "position": "10.00;6340.00", "size": "139;23", "children": [{"name": null, "role": "AXDisclosureTriangle", "description": null, "role_description": "disclosure triangle", "value": 0, "position": "28.00;6341.00", "size": "13;20", "children": []}, {"name": null, "role": "AXTextField", "description": null, "role_description": "text field", "value": "FixelAll", "position": "41.00;6341.00", "size": "102;20", "children": []}]}]}, {"name": null, "role": "AXRow", "description": null, "role_description": "outline row", "value": null, "position": "0.00;6363.00", "size": "159;23", "children": [{"name": null, "role": "AXTextField", "description": null, "role_description": "text field", "value": "FixelAll.zip", "position": "41.00;6364.00", "size": "102;20", "children": []}]}, {"name": null, "role": "AXRow", "description": null, "role_description": "outline row", "value": null, "position": "0.00;6386.00", "size": "159;23", "children": [{"name": null, "role": "AXGroup", "description": null, "role_description": "group", "value": null, "position": "10.00;6386.00", "size": "139;23", "children": [{"name": null, "role": "AXDisclosureTriangle", "description": null, "role_description": "disclosure triangle", "value": 0, "position": "28.00;6387.00", "size": "13;20", "children": []}, {"name": null, "role": "AXTextField", "description": null, "role_description": "text field", "value": "fpv_scene_prediction", "position": "41.00;6387.00", "size": "102;20", "children": []}]}]}, {"name": null, "role": "AXRow", "description": null, "role_description": "outline row", "value": null, "position": "0.00;6409.00", "size": "159;23", "children": [{"name": null, "role": "AXTextField", "description": null, "role_description": "text field", "value": "fpv_video_detection.zip", "position": "41.00;6410.00", "size": "102;20", "children": []}]}, {"name": null, "role": "AXRow", "description": null, "role_description": "outline row", "value": null, "position": "0.00;6432.00", "size": "159;23", "children": [{"name": null, "role": "AXTextField", "description": null, "role_description": "text field", "value": "Frame-56.jpg", "position": "41.00;6433.00", "size": "102;20", "children": []}]}, {"name": null, "role": "AXRow", "description": null, "role_description": "outline row", "value": null, "position": "0.00;6455.00", "size": "159;23", "children": [{"name": null, "role": "AXTextField", "description": null, "role_description": "text field", "value": "frame.png", "position": "41.00;6456.00", "size": "102;20", "children": []}]}, {"name": null, "role": "AXRow", "description": null, "role_description": "outline row", "value": null, "position": "0.00;6478.00", "size": "159;23", "children": [{"name": null, "role": "AXTextField", "description": null, "role_description": "text field", "value": "funkysuspense.mp3", "position": "41.00;6479.00", "size": "102;20", "children": []}]}, {"name": null, "role": "AXRow", "description": null, "role_description": "outline row", "value": null, "position": "0.00;6501.00", "size": "159;23", "children": [{"name": null, "role": "AXTextField", "description": null, "role_description": "text field", "value": "FwbU8oIWABYNwe0.jfif", "position": "41.00;6502.00", "size": "102;20", "children": []}]}, {"name": null, "role": "AXRow", "description": null, "role_description": "outline row", "value": null, "position": "0.00;6524.00", "size": "159;23", "children": [{"name": null, "role": "AXTextField", "description": null, "role_description": "text field", "value": "Garmin Virb Ultra 30 _ 360 інструкція.pdf", "position": "41.00;6525.00", "size": "102;20", "children": []}]}, {"name": null, "role": "AXRow", "description": null, "role_description": "outline row", "value": null, "position": "0.00;6547.00", "size": "159;23", "children": [{"name": null, "role": "AXTextField", "description": null, "role_description": "text field", "value": "GBINV24000000059474.pdf", "position": "41.00;6548.00", "size": "102;20", "children": []}]}, {"name": null, "role": "AXRow", "description": null, "role_description": "outline row", "value": null, "position": "0.00;6570.00", "size": "159;23", "children": [{"name": null, "role": "AXTextField", "description": null, "role_description": "text field", "value": "GCnbbzkacAAZ-d2.jpg", "position": "41.00;6571.00", "size": "102;20", "children": []}]}, {"name": null, "role": "AXRow", "description": null, "role_description": "outline row", "value": null, "position": "0.00;6593.00", "size": "159;23", "children": [{"name": null, "role": "AXTextField", "description": null, "role_description": "text field", "value": "gdg-logo-light.png", "position": "41.00;6594.00", "size": "102;20", "children": []}]}, {"name": null, "role": "AXRow", "description": null, "role_description": "outline row", "value": null, "position": "0.00;6616.00", "size": "159;23", "children": [{"name": null, "role": "AXTextField", "description": null, "role_description": "text field", "value": "gdg-logo-white.png", "position": "41.00;6617.00", "size": "102;20", "children": []}]}, {"name": null, "role": "AXRow", "description": null, "role_description": "outline row", "value": null, "position": "0.00;6639.00", "size": "159;23", "children": [{"name": null, "role": "AXTextField", "description": null, "role_description": "text field", "value": "General resume - 30.01.2024.pdf", "position": "41.00;6640.00", "size": "102;20", "children": []}]}, {"name": null, "role": "AXRow", "description": null, "role_description": "outline row", "value": null, "position": "0.00;6662.00", "size": "159;23", "children": [{"name": null, "role": "AXGroup", "description": null, "role_description": "group", "value": null, "position": "10.00;6662.00", "size": "139;23", "children": [{"name": null, "role": "AXDisclosureTriangle", "description": null, "role_description": "disclosure triangle", "value": 0, "position": "28.00;6663.00", "size": "13;20", "children": []}, {"name": null, "role": "AXTextField", "description": null, "role_description": "text field", "value": "generated_images", "position": "41.00;6663.00", "size": "102;20", "children": []}]}]}, {"name": null, "role": "AXRow", "description": null, "role_description": "outline row", "value": null, "position": "0.00;6685.00", "size": "159;23", "children": [{"name": null, "role": "AXTextField", "description": null, "role_description": "text field", "value": "GMT20240321-130530_Recording_gvo_1280x720.mp4", "position": "41.00;6686.00", "size": "102;20", "children": []}]}, {"name": null, "role": "AXRow", "description": null, "role_description": "outline row", "value": null, "position": "0.00;6708.00", "size": "159;23", "children": [{"name": null, "role": "AXTextField", "description": null, "role_description": "text field", "value": "google-cloud-cli-455.0.0-darwin-arm.tar.gz", "position": "41.00;6709.00", "size": "102;20", "children": []}]}, {"name": null, "role": "AXRow", "description": null, "role_description": "outline row", "value": null, "position": "0.00;6731.00", "size": "159;23", "children": [{"name": null, "role": "AXGroup", "description": null, "role_description": "group", "value": null, "position": "10.00;6731.00", "size": "139;23", "children": [{"name": null, "role": "AXDisclosureTriangle", "description": null, "role_description": "disclosure triangle", "value": 0, "position": "28.00;6732.00", "size": "13;20", "children": []}, {"name": null, "role": "AXTextField", "description": null, "role_description": "text field", "value": "google-cloud-sdk", "position": "41.00;6732.00", "size": "102;20", "children": []}]}]}, {"name": null, "role": "AXRow", "description": null, "role_description": "outline row", "value": null, "position": "0.00;6754.00", "size": "159;23", "children": [{"name": null, "role": "AXTextField", "description": null, "role_description": "text field", "value": "googlechrome.dmg", "position": "41.00;6755.00", "size": "102;20", "children": []}]}, {"name": null, "role": "AXRow", "description": null, "role_description": "outline row", "value": null, "position": "0.00;6777.00", "size": "159;23", "children": [{"name": null, "role": "AXTextField", "description": null, "role_description": "text field", "value": "Grade_Translation_Sheet.pdf", "position": "41.00;6778.00", "size": "102;20", "children": []}]}, {"name": null, "role": "AXRow", "description": null, "role_description": "outline row", "value": null, "position": "0.00;6800.00", "size": "159;23", "children": [{"name": null, "role": "AXGroup", "description": null, "role_description": "group", "value": null, "position": "10.00;6800.00", "size": "139;23", "children": [{"name": null, "role": "AXDisclosureTriangle", "description": null, "role_description": "disclosure triangle", "value": 0, "position": "28.00;6801.00", "size": "13;20", "children": []}, {"name": null, "role": "AXTextField", "description": null, "role_description": "text field", "value": "Gust Luck", "position": "41.00;6801.00", "size": "102;20", "children": []}]}]}, {"name": null, "role": "AXRow", "description": null, "role_description": "outline row", "value": null, "position": "0.00;6823.00", "size": "159;23", "children": [{"name": null, "role": "AXTextField", "description": null, "role_description": "text field", "value": "Hackathon_Final.ipynb", "position": "41.00;6824.00", "size": "102;20", "children": []}]}, {"name": null, "role": "AXRow", "description": null, "role_description": "outline row", "value": null, "position": "0.00;6846.00", "size": "159;23", "children": [{"name": null, "role": "AXTextField", "description": null, "role_description": "text field", "value": "HAI_AI-Index-Report-2024.pdf", "position": "41.00;6847.00", "size": "102;20", "children": []}]}, {"name": null, "role": "AXRow", "description": null, "role_description": "outline row", "value": null, "position": "0.00;6869.00", "size": "159;23", "children": [{"name": null, "role": "AXTextField", "description": null, "role_description": "text field", "value": "Hi! I’m Marichka and I’m raising for 3 FPV drones as part of Dzyga’s Paw fundraiser..png", "position": "41.00;6870.00", "size": "102;20", "children": []}]}, {"name": null, "role": "AXRow", "description": null, "role_description": "outline row", "value": null, "position": "0.00;6892.00", "size": "159;23", "children": [{"name": null, "role": "AXTextField", "description": null, "role_description": "text field", "value": "[surname] [name] Svyatoslavivna - Forma oplaty 19.12.2023 15.47.00.pdf", "position": "41.00;6893.00", "size": "102;20", "children": []}]}, {"name": null, "role": "AXRow", "description": null, "role_description": "outline row", "value": null, "position": "0.00;6915.00", "size": "159;23", "children": [{"name": null, "role": "AXTextField", "description": null, "role_description": "text field", "value": "[surname] Oleksandra 2024-03-27-21-17 Checklist.pdf", "position": "41.00;6916.00", "size": "102;20", "children": []}]}, {"name": null, "role": "AXRow", "description": null, "role_description": "outline row", "value": null, "position": "0.00;6938.00", "size": "159;23", "children": [{"name": null, "role": "AXTextField", "description": null, "role_description": "text field", "value": "[surname]_[name].pdf", "position": "41.00;6939.00", "size": "102;20", "children": []}]}, {"name": null, "role": "AXRow", "description": null, "role_description": "outline row", "value": null, "position": "0.00;6961.00", "size": "159;23", "children": [{"name": null, "role": "AXTextField", "description": null, "role_description": "text field", "value": "hromoverzhzi.JPG", "position": "41.00;6962.00", "size": "102;20", "children": []}]}, {"name": null, "role": "AXRow", "description": null, "role_description": "outline row", "value": null, "position": "0.00;6984.00", "size": "159;23", "children": [{"name": null, "role": "AXTextField", "description": null, "role_description": "text field", "value": "HumanAIschedule2023_v3.xlsx", "position": "41.00;6985.00", "size": "102;20", "children": []}]}, {"name": null, "role": "AXRow", "description": null, "role_description": "outline row", "value": null, "position": "0.00;7007.00", "size": "159;23", "children": [{"name": null, "role": "AXTextField", "description": null, "role_description": "text field", "value": "IASA_Final_Notebook.ipynb", "position": "41.00;7008.00", "size": "102;20", "children": []}]}, {"name": null, "role": "AXRow", "description": null, "role_description": "outline row", "value": null, "position": "0.00;7030.00", "size": "159;23", "children": [{"name": null, "role": "AXGroup", "description": null, "role_description": "group", "value": null, "position": "10.00;7030.00", "size": "139;23", "children": [{"name": null, "role": "AXDisclosureTriangle", "description": null, "role_description": "disclosure triangle", "value": 0, "position": "28.00;7031.00", "size": "13;20", "children": []}, {"name": null, "role": "AXTextField", "description": null, "role_description": "text field", "value": "IASA-Camp-24-Finale", "position": "41.00;7031.00", "size": "102;20", "children": []}]}]}, {"name": null, "role": "AXRow", "description": null, "role_description": "outline row", "value": null, "position": "0.00;7053.00", "size": "159;23", "children": [{"name": null, "role": "AXGroup", "description": null, "role_description": "group", "value": null, "position": "10.00;7053.00", "size": "139;23", "children": [{"name": null, "role": "AXDisclosureTriangle", "description": null, "role_description": "disclosure triangle", "value": 0, "position": "28.00;7054.00", "size": "13;20", "children": []}, {"name": null, "role": "AXTextField", "description": null, "role_description": "text field", "value": "icons", "position": "41.00;7054.00", "size": "102;20", "children": []}]}]}, {"name": null, "role": "AXRow", "description": null, "role_description": "outline row", "value": null, "position": "0.00;7076.00", "size": "159;23", "children": [{"name": null, "role": "AXTextField", "description": null, "role_description": "text field", "value": "icons.zip.001", "position": "41.00;7077.00", "size": "102;20", "children": []}]}, {"name": null, "role": "AXRow", "description": null, "role_description": "outline row", "value": null, "position": "0.00;7099.00", "size": "159;23", "children": [{"name": null, "role": "AXTextField", "description": null, "role_description": "text field", "value": "image (1).png", "position": "41.00;7100.00", "size": "102;20", "children": []}]}, {"name": null, "role": "AXRow", "description": null, "role_description": "outline row", "value": null, "position": "0.00;7122.00", "size": "159;23", "children": [{"name": null, "role": "AXTextField", "description": null, "role_description": "text field", "value": "Image Amodal Completion A Survey - 2207.02062v3-2.pdf", "position": "41.00;7123.00", "size": "102;20", "children": []}]}, {"name": null, "role": "AXRow", "description": null, "role_description": "outline row", "value": null, "position": "0.00;7145.00", "size": "159;23", "children": [{"name": null, "role": "AXTextField", "description": null, "role_description": "text field", "value": "image_2021-08-20_18-.jpg", "position": "41.00;7146.00", "size": "102;20", "children": []}]}, {"name": null, "role": "AXRow", "description": null, "role_description": "outline row", "value": null, "position": "0.00;7168.00", "size": "159;23", "children": [{"name": null, "role": "AXTextField", "description": null, "role_description": "text field", "value": "image_2021-08-20_18-.png", "position": "41.00;7169.00", "size": "102;20", "children": []}]}, {"name": null, "role": "AXRow", "description": null, "role_description": "outline row", "value": null, "position": "0.00;7191.00", "size": "159;23", "children": [{"name": null, "role": "AXTextField", "description": null, "role_description": "text field", "value": "image_2023-07-08_16-18-07.png", "position": "41.00;7192.00", "size": "102;20", "children": []}]}, {"name": null, "role": "AXRow", "description": null, "role_description": "outline row", "value": null, "position": "0.00;7214.00", "size": "159;23", "children": [{"name": null, "role": "AXTextField", "description": null, "role_description": "text field", "value": "image-1.webp", "position": "41.00;7215.00", "size": "102;20", "children": []}]}, {"name": null, "role": "AXRow", "description": null, "role_description": "outline row", "value": null, "position": "0.00;7237.00", "size": "159;23", "children": [{"name": null, "role": "AXTextField", "description": null, "role_description": "text field", "value": "image-2.webp", "position": "41.00;7238.00", "size": "102;20", "children": []}]}, {"name": null, "role": "AXRow", "description": null, "role_description": "outline row", "value": null, "position": "0.00;7260.00", "size": "159;23", "children": [{"name": null, "role": "AXTextField", "description": null, "role_description": "text field", "value": "image-removebg-preview.png", "position": "41.00;7261.00", "size": "102;20", "children": []}]}, {"name": null, "role": "AXRow", "description": null, "role_description": "outline row", "value": null, "position": "0.00;7283.00", "size": "159;23", "children": [{"name": null, "role": "AXTextField", "description": null, "role_description": "text field", "value": "image-removebg-preview(1).png", "position": "41.00;7284.00", "size": "102;20", "children": []}]}, {"name": null, "role": "AXRow", "description": null, "role_description": "outline row", "value": null, "position": "0.00;7306.00", "size": "159;23", "children": [{"name": null, "role": "AXTextField", "description": null, "role_description": "text field", "value": "image-removebg-preview(2).png", "position": "41.00;7307.00", "size": "102;20", "children": []}]}, {"name": null, "role": "AXRow", "description": null, "role_description": "outline row", "value": null, "position": "0.00;7329.00", "size": "159;23", "children": [{"name": null, "role": "AXTextField", "description": null, "role_description": "text field", "value": "image-removebg-preview(3).png", "position": "41.00;7330.00", "size": "102;20", "children": []}]}, {"name": null, "role": "AXRow", "description": null, "role_description": "outline row", "value": null, "position": "0.00;7352.00", "size": "159;23", "children": [{"name": null, "role": "AXTextField", "description": null, "role_description": "text field", "value": "image.webp", "position": "41.00;7353.00", "size": "102;20", "children": []}]}, {"name": null, "role": "AXRow", "description": null, "role_description": "outline row", "value": null, "position": "0.00;7375.00", "size": "159;23", "children": [{"name": null, "role": "AXTextField", "description": null, "role_description": "text field", "value": "image(1).png", "position": "41.00;7376.00", "size": "102;20", "children": []}]}, {"name": null, "role": "AXRow", "description": null, "role_description": "outline row", "value": null, "position": "0.00;7398.00", "size": "159;23", "children": [{"name": null, "role": "AXTextField", "description": null, "role_description": "text field", "value": "image(2).png", "position": "41.00;7399.00", "size": "102;20", "children": []}]}, {"name": null, "role": "AXRow", "description": null, "role_description": "outline row", "value": null, "position": "0.00;7421.00", "size": "159;23", "children": [{"name": null, "role": "AXTextField", "description": null, "role_description": "text field", "value": "image(3).png", "position": "41.00;7422.00", "size": "102;20", "children": []}]}, {"name": null, "role": "AXRow", "description": null, "role_description": "outline row", "value": null, "position": "0.00;7444.00", "size": "159;23", "children": [{"name": null, "role": "AXTextField", "description": null, "role_description": "text field", "value": "images.jpg", "position": "41.00;7445.00", "size": "102;20", "children": []}]}, {"name": null, "role": "AXRow", "description": null, "role_description": "outline row", "value": null, "position": "0.00;7467.00", "size": "159;23", "children": [{"name": null, "role": "AXTextField", "description": null, "role_description": "text field", "value": "IMG_0002.png", "position": "41.00;7468.00", "size": "102;20", "children": []}]}, {"name": null, "role": "AXRow", "description": null, "role_description": "outline row", "value": null, "position": "0.00;7490.00", "size": "159;23", "children": [{"name": null, "role": "AXTextField", "description": null, "role_description": "text field", "value": "IMG_0107.PNG", "position": "41.00;7491.00", "size": "102;20", "children": []}]}, {"name": null, "role": "AXRow", "description": null, "role_description": "outline row", "value": null, "position": "0.00;7513.00", "size": "159;23", "children": [{"name": null, "role": "AXTextField", "description": null, "role_description": "text field", "value": "IMG_0108.PNG", "position": "41.00;7514.00", "size": "102;20", "children": []}]}, {"name": null, "role": "AXRow", "description": null, "role_description": "outline row", "value": null, "position": "0.00;7536.00", "size": "159;23", "children": [{"name": null, "role": "AXTextField", "description": null, "role_description": "text field", "value": "IMG_0109.PNG", "position": "41.00;7537.00", "size": "102;20", "children": []}]}, {"name": null, "role": "AXRow", "description": null, "role_description": "outline row", "value": null, "position": "0.00;7559.00", "size": "159;23", "children": [{"name": null, "role": "AXTextField", "description": null, "role_description": "text field", "value": "IMG_0267.jpeg", "position": "41.00;7560.00", "size": "102;20", "children": []}]}, {"name": null, "role": "AXRow", "description": null, "role_description": "outline row", "value": null, "position": "0.00;7582.00", "size": "159;23", "children": [{"name": null, "role": "AXTextField", "description": null, "role_description": "text field", "value": "IMG_0290.jpeg", "position": "41.00;7583.00", "size": "102;20", "children": []}]}, {"name": null, "role": "AXRow", "description": null, "role_description": "outline row", "value": null, "position": "0.00;7605.00", "size": "159;23", "children": [{"name": null, "role": "AXTextField", "description": null, "role_description": "text field", "value": "IMG_0332 2.JPG", "position": "41.00;7606.00", "size": "102;20", "children": []}]}, {"name": null, "role": "AXRow", "description": null, "role_description": "outline row", "value": null, "position": "0.00;7628.00", "size": "159;23", "children": [{"name": null, "role": "AXTextField", "description": null, "role_description": "text field", "value": "IMG_0332-removebg-preview.png", "position": "41.00;7629.00", "size": "102;20", "children": []}]}, {"name": null, "role": "AXRow", "description": null, "role_description": "outline row", "value": null, "position": "0.00;7651.00", "size": "159;23", "children": [{"name": null, "role": "AXTextField", "description": null, "role_description": "text field", "value": "IMG_0332.JPG", "position": "41.00;7652.00", "size": "102;20", "children": []}]}, {"name": null, "role": "AXRow", "description": null, "role_description": "outline row", "value": null, "position": "0.00;7674.00", "size": "159;23", "children": [{"name": null, "role": "AXTextField", "description": null, "role_description": "text field", "value": "IMG_0336.jpeg", "position": "41.00;7675.00", "size": "102;20", "children": []}]}, {"name": null, "role": "AXRow", "description": null, "role_description": "outline row", "value": null, "position": "0.00;7697.00", "size": "159;23", "children": [{"name": null, "role": "AXTextField", "description": null, "role_description": "text field", "value": "IMG_0345-removebg-preview.png", "position": "41.00;7698.00", "size": "102;20", "children": []}]}, {"name": null, "role": "AXRow", "description": null, "role_description": "outline row", "value": null, "position": "0.00;7720.00", "size": "159;23", "children": [{"name": null, "role": "AXTextField", "description": null, "role_description": "text field", "value": "IMG_0345.jpeg", "position": "41.00;7721.00", "size": "102;20", "children": []}]}, {"name": null, "role": "AXRow", "description": null, "role_description": "outline row", "value": null, "position": "0.00;7743.00", "size": "159;23", "children": [{"name": null, "role": "AXTextField", "description": null, "role_description": "text field", "value": "IMG_0345.JPG", "position": "41.00;7744.00", "size": "102;20", "children": []}]}, {"name": null, "role": "AXRow", "description": null, "role_description": "outline row", "value": null, "position": "0.00;7766.00", "size": "159;23", "children": [{"name": null, "role": "AXTextField", "description": null, "role_description": "text field", "value": "IMG_0355.jpeg", "position": "41.00;7767.00", "size": "102;20", "children": []}]}, {"name": null, "role": "AXRow", "description": null, "role_description": "outline row", "value": null, "position": "0.00;7789.00", "size": "159;23", "children": [{"name": null, "role": "AXTextField", "description": null, "role_description": "text field", "value": "IMG_0361.jpeg", "position": "41.00;7790.00", "size": "102;20", "children": []}]}, {"name": null, "role": "AXRow", "description": null, "role_description": "outline row", "value": null, "position": "0.00;7812.00", "size": "159;23", "children": [{"name": null, "role": "AXTextField", "description": null, "role_description": "text field", "value": "IMG_1267_Original.jpg", "position": "41.00;7813.00", "size": "102;20", "children": []}]}, {"name": null, "role": "AXRow", "description": null, "role_description": "outline row", "value": null, "position": "0.00;7835.00", "size": "159;23", "children": [{"name": null, "role": "AXTextField", "description": null, "role_description": "text field", "value": "IMG_1401.HEIC", "position": "41.00;7836.00", "size": "102;20", "children": []}]}, {"name": null, "role": "AXRow", "description": null, "role_description": "outline row", "value": null, "position": "0.00;7858.00", "size": "159;23", "children": [{"name": null, "role": "AXTextField", "description": null, "role_description": "text field", "value": "IMG_2068.jpg", "position": "41.00;7859.00", "size": "102;20", "children": []}]}, {"name": null, "role": "AXRow", "description": null, "role_description": "outline row", "value": null, "position": "0.00;7881.00", "size": "159;23", "children": [{"name": null, "role": "AXTextField", "description": null, "role_description": "text field", "value": "IMG_2213.HEIC", "position": "41.00;7882.00", "size": "102;20", "children": []}]}, {"name": null, "role": "AXRow", "description": null, "role_description": "outline row", "value": null, "position": "0.00;7904.00", "size": "159;23", "children": [{"name": null, "role": "AXTextField", "description": null, "role_description": "text field", "value": "IMG_2215.HEIC", "position": "41.00;7905.00", "size": "102;20", "children": []}]}, {"name": null, "role": "AXRow", "description": null, "role_description": "outline row", "value": null, "position": "0.00;7927.00", "size": "159;23", "children": [{"name": null, "role": "AXTextField", "description": null, "role_description": "text field", "value": "IMG_2239.JPG", "position": "41.00;7928.00", "size": "102;20", "children": []}]}, {"name": null, "role": "AXRow", "description": null, "role_description": "outline row", "value": null, "position": "0.00;7950.00", "size": "159;23", "children": [{"name": null, "role": "AXTextField", "description": null, "role_description": "text field", "value": "IMG_2241.jpg", "position": "41.00;7951.00", "size": "102;20", "children": []}]}, {"name": null, "role": "AXRow", "description": null, "role_description": "outline row", "value": null, "position": "0.00;7973.00", "size": "159;23", "children": [{"name": null, "role": "AXTextField", "description": null, "role_description": "text field", "value": "IMG_2683.jpg", "position": "41.00;7974.00", "size": "102;20", "children": []}]}, {"name": null, "role": "AXRow", "description": null, "role_description": "outline row", "value": null, "position": "0.00;7996.00", "size": "159;23", "children": [{"name": null, "role": "AXTextField", "description": null, "role_description": "text field", "value": "IMG_2790.JPG", "position": "41.00;7997.00", "size": "102;20", "children": []}]}, {"name": null, "role": "AXRow", "description": null, "role_description": "outline row", "value": null, "position": "0.00;8019.00", "size": "159;23", "children": [{"name": null, "role": "AXTextField", "description": null, "role_description": "text field", "value": "IMG_3142.JPG", "position": "41.00;8020.00", "size": "102;20", "children": []}]}, {"name": null, "role": "AXRow", "description": null, "role_description": "outline row", "value": null, "position": "0.00;8042.00", "size": "159;23", "children": [{"name": null, "role": "AXTextField", "description": null, "role_description": "text field", "value": "IMG_3241 2.HEIC", "position": "41.00;8043.00", "size": "102;20", "children": []}]}, {"name": null, "role": "AXRow", "description": null, "role_description": "outline row", "value": null, "position": "0.00;8065.00", "size": "159;23", "children": [{"name": null, "role": "AXTextField", "description": null, "role_description": "text field", "value": "IMG_3241.HEIC", "position": "41.00;8066.00", "size": "102;20", "children": []}]}, {"name": null, "role": "AXRow", "description": null, "role_description": "outline row", "value": null, "position": "0.00;8088.00", "size": "159;23", "children": [{"name": null, "role": "AXTextField", "description": null, "role_description": "text field", "value": "IMG_3323.jpg", "position": "41.00;8089.00", "size": "102;20", "children": []}]}, {"name": null, "role": "AXRow", "description": null, "role_description": "outline row", "value": null, "position": "0.00;8111.00", "size": "159;23", "children": [{"name": null, "role": "AXTextField", "description": null, "role_description": "text field", "value": "IMG_3524-1539x2048.jpg", "position": "41.00;8112.00", "size": "102;20", "children": []}]}, {"name": null, "role": "AXRow", "description": null, "role_description": "outline row", "value": null, "position": "0.00;8134.00", "size": "159;23", "children": [{"name": null, "role": "AXTextField", "description": null, "role_description": "text field", "value": "IMG_3545 2.HEIC", "position": "41.00;8135.00", "size": "102;20", "children": []}]}, {"name": null, "role": "AXRow", "description": null, "role_description": "outline row", "value": null, "position": "0.00;8157.00", "size": "159;23", "children": [{"name": null, "role": "AXTextField", "description": null, "role_description": "text field", "value": "IMG_3545.HEIC", "position": "41.00;8158.00", "size": "102;20", "children": []}]}, {"name": null, "role": "AXRow", "description": null, "role_description": "outline row", "value": null, "position": "0.00;8180.00", "size": "159;23", "children": [{"name": null, "role": "AXTextField", "description": null, "role_description": "text field", "value": "IMG_3971.HEIC", "position": "41.00;8181.00", "size": "102;20", "children": []}]}, {"name": null, "role": "AXRow", "description": null, "role_description": "outline row", "value": null, "position": "0.00;8203.00", "size": "159;23", "children": [{"name": null, "role": "AXTextField", "description": null, "role_description": "text field", "value": "IMG_4016.JPG", "position": "41.00;8204.00", "size": "102;20", "children": []}]}, {"name": null, "role": "AXRow", "description": null, "role_description": "outline row", "value": null, "position": "0.00;8226.00", "size": "159;23", "children": [{"name": null, "role": "AXTextField", "description": null, "role_description": "text field", "value": "IMG_4212.HEIC", "position": "41.00;8227.00", "size": "102;20", "children": []}]}, {"name": null, "role": "AXRow", "description": null, "role_description": "outline row", "value": null, "position": "0.00;8249.00", "size": "159;23", "children": [{"name": null, "role": "AXTextField", "description": null, "role_description": "text field", "value": "IMG_4270.HEIC", "position": "41.00;8250.00", "size": "102;20", "children": []}]}, {"name": null, "role": "AXRow", "description": null, "role_description": "outline row", "value": null, "position": "0.00;8272.00", "size": "159;23", "children": [{"name": null, "role": "AXTextField", "description": null, "role_description": "text field", "value": "IMG_4449.HEIC", "position": "41.00;8273.00", "size": "102;20", "children": []}]}, {"name": null, "role": "AXRow", "description": null, "role_description": "outline row", "value": null, "position": "0.00;8295.00", "size": "159;23", "children": [{"name": null, "role": "AXTextField", "description": null, "role_description": "text field", "value": "IMG_4639.JPG", "position": "41.00;8296.00", "size": "102;20", "children": []}]}, {"name": null, "role": "AXRow", "description": null, "role_description": "outline row", "value": null, "position": "0.00;8318.00", "size": "159;23", "children": [{"name": null, "role": "AXTextField", "description": null, "role_description": "text field", "value": "IMG_4644 2.HEIC", "position": "41.00;8319.00", "size": "102;20", "children": []}]}, {"name": null, "role": "AXRow", "description": null, "role_description": "outline row", "value": null, "position": "0.00;8341.00", "size": "159;23", "children": [{"name": null, "role": "AXTextField", "description": null, "role_description": "text field", "value": "IMG_4645 2.HEIC", "position": "41.00;8342.00", "size": "102;20", "children": []}]}, {"name": null, "role": "AXRow", "description": null, "role_description": "outline row", "value": null, "position": "0.00;8364.00", "size": "159;23", "children": [{"name": null, "role": "AXTextField", "description": null, "role_description": "text field", "value": "IMG_4646 2.HEIC", "position": "41.00;8365.00", "size": "102;20", "children": []}]}, {"name": null, "role": "AXRow", "description": null, "role_description": "outline row", "value": null, "position": "0.00;8387.00", "size": "159;23", "children": [{"name": null, "role": "AXTextField", "description": null, "role_description": "text field", "value": "IMG_4647 2.HEIC", "position": "41.00;8388.00", "size": "102;20", "children": []}]}, {"name": null, "role": "AXRow", "description": null, "role_description": "outline row", "value": null, "position": "0.00;8410.00", "size": "159;23", "children": [{"name": null, "role": "AXTextField", "description": null, "role_description": "text field", "value": "IMG_4648 2.HEIC", "position": "41.00;8411.00", "size": "102;20", "children": []}]}, {"name": null, "role": "AXRow", "description": null, "role_description": "outline row", "value": null, "position": "0.00;8433.00", "size": "159;23", "children": [{"name": null, "role": "AXTextField", "description": null, "role_description": "text field", "value": "IMG_4812.JPG", "position": "41.00;8434.00", "size": "102;20", "children": []}]}, {"name": null, "role": "AXRow", "description": null, "role_description": "outline row", "value": null, "position": "0.00;8456.00", "size": "159;23", "children": [{"name": null, "role": "AXTextField", "description": null, "role_description": "text field", "value": "IMG_4816.JPG", "position": "41.00;8457.00", "size": "102;20", "children": []}]}, {"name": null, "role": "AXRow", "description": null, "role_description": "outline row", "value": null, "position": "0.00;8479.00", "size": "159;23", "children": [{"name": null, "role": "AXTextField", "description": null, "role_description": "text field", "value": "IMG_4818.JPG", "position": "41.00;8480.00", "size": "102;20", "children": []}]}, {"name": null, "role": "AXRow", "description": null, "role_description": "outline row", "value": null, "position": "0.00;8502.00", "size": "159;23", "children": [{"name": null, "role": "AXTextField", "description": null, "role_description": "text field", "value": "IMG_4823_jpg.JPG", "position": "41.00;8503.00", "size": "102;20", "children": []}]}, {"name": null, "role": "AXRow", "description": null, "role_description": "outline row", "value": null, "position": "0.00;8525.00", "size": "159;23", "children": [{"name": null, "role": "AXTextField", "description": null, "role_description": "text field", "value": "IMG_4823.heic", "position": "41.00;8526.00", "size": "102;20", "children": []}]}, {"name": null, "role": "AXRow", "description": null, "role_description": "outline row", "value": null, "position": "0.00;8548.00", "size": "159;23", "children": [{"name": null, "role": "AXTextField", "description": null, "role_description": "text field", "value": "IMG_4826_jpg.JPG", "position": "41.00;8549.00", "size": "102;20", "children": []}]}, {"name": null, "role": "AXRow", "description": null, "role_description": "outline row", "value": null, "position": "0.00;8571.00", "size": "159;23", "children": [{"name": null, "role": "AXTextField", "description": null, "role_description": "text field", "value": "IMG_4844_jpg.JPG", "position": "41.00;8572.00", "size": "102;20", "children": []}]}, {"name": null, "role": "AXRow", "description": null, "role_description": "outline row", "value": null, "position": "0.00;8594.00", "size": "159;23", "children": [{"name": null, "role": "AXTextField", "description": null, "role_description": "text field", "value": "IMG_4844.heic", "position": "41.00;8595.00", "size": "102;20", "children": []}]}, {"name": null, "role": "AXRow", "description": null, "role_description": "outline row", "value": null, "position": "0.00;8617.00", "size": "159;23", "children": [{"name": null, "role": "AXTextField", "description": null, "role_description": "text field", "value": "IMG_4852.HEIC", "position": "41.00;8618.00", "size": "102;20", "children": []}]}, {"name": null, "role": "AXRow", "description": null, "role_description": "outline row", "value": null, "position": "0.00;8640.00", "size": "159;23", "children": [{"name": null, "role": "AXTextField", "description": null, "role_description": "text field", "value": "IMG_4858.HEIC", "position": "41.00;8641.00", "size": "102;20", "children": []}]}, {"name": null, "role": "AXRow", "description": null, "role_description": "outline row", "value": null, "position": "0.00;8663.00", "size": "159;23", "children": [{"name": null, "role": "AXTextField", "description": null, "role_description": "text field", "value": "IMG_4859.heic", "position": "41.00;8664.00", "size": "102;20", "children": []}]}, {"name": null, "role": "AXRow", "description": null, "role_description": "outline row", "value": null, "position": "0.00;8686.00", "size": "159;23", "children": [{"name": null, "role": "AXTextField", "description": null, "role_description": "text field", "value": "IMG_4860.heic", "position": "41.00;8687.00", "size": "102;20", "children": []}]}, {"name": null, "role": "AXRow", "description": null, "role_description": "outline row", "value": null, "position": "0.00;8709.00", "size": "159;23", "children": [{"name": null, "role": "AXTextField", "description": null, "role_description": "text field", "value": "IMG_5137.HEIC", "position": "41.00;8710.00", "size": "102;20", "children": []}]}, {"name": null, "role": "AXRow", "description": null, "role_description": "outline row", "value": null, "position": "0.00;8732.00", "size": "159;23", "children": [{"name": null, "role": "AXTextField", "description": null, "role_description": "text field", "value": "IMG_5137.png", "position": "41.00;8733.00", "size": "102;20", "children": []}]}, {"name": null, "role": "AXRow", "description": null, "role_description": "outline row", "value": null, "position": "0.00;8755.00", "size": "159;23", "children": [{"name": null, "role": "AXTextField", "description": null, "role_description": "text field", "value": "IMG_5498.jpg", "position": "41.00;8756.00", "size": "102;20", "children": []}]}, {"name": null, "role": "AXRow", "description": null, "role_description": "outline row", "value": null, "position": "0.00;8778.00", "size": "159;23", "children": [{"name": null, "role": "AXTextField", "description": null, "role_description": "text field", "value": "IMG_5803.HEIC", "position": "41.00;8779.00", "size": "102;20", "children": []}]}, {"name": null, "role": "AXRow", "description": null, "role_description": "outline row", "value": null, "position": "0.00;8801.00", "size": "159;23", "children": [{"name": null, "role": "AXTextField", "description": null, "role_description": "text field", "value": "IMG_5817.JPG", "position": "41.00;8802.00", "size": "102;20", "children": []}]}, {"name": null, "role": "AXRow", "description": null, "role_description": "outline row", "value": null, "position": "0.00;8824.00", "size": "159;23", "children": [{"name": null, "role": "AXTextField", "description": null, "role_description": "text field", "value": "IMG_5986.HEIC", "position": "41.00;8825.00", "size": "102;20", "children": []}]}, {"name": null, "role": "AXRow", "description": null, "role_description": "outline row", "value": null, "position": "0.00;8847.00", "size": "159;23", "children": [{"name": null, "role": "AXTextField", "description": null, "role_description": "text field", "value": "IMG_6137.PNG", "position": "41.00;8848.00", "size": "102;20", "children": []}]}, {"name": null, "role": "AXRow", "description": null, "role_description": "outline row", "value": null, "position": "0.00;8870.00", "size": "159;23", "children": [{"name": null, "role": "AXTextField", "description": null, "role_description": "text field", "value": "IMG_6172.HEIC", "position": "41.00;8871.00", "size": "102;20", "children": []}]}, {"name": null, "role": "AXRow", "description": null, "role_description": "outline row", "value": null, "position": "0.00;8893.00", "size": "159;23", "children": [{"name": null, "role": "AXTextField", "description": null, "role_description": "text field", "value": "IMG_6173 2.JPG", "position": "41.00;8894.00", "size": "102;20", "children": []}]}, {"name": null, "role": "AXRow", "description": null, "role_description": "outline row", "value": null, "position": "0.00;8916.00", "size": "159;23", "children": [{"name": null, "role": "AXTextField", "description": null, "role_description": "text field", "value": "IMG_6173.HEIC", "position": "41.00;8917.00", "size": "102;20", "children": []}]}, {"name": null, "role": "AXRow", "description": null, "role_description": "outline row", "value": null, "position": "0.00;8939.00", "size": "159;23", "children": [{"name": null, "role": "AXTextField", "description": null, "role_description": "text field", "value": "IMG_6180.HEIC", "position": "41.00;8940.00", "size": "102;20", "children": []}]}, {"name": null, "role": "AXRow", "description": null, "role_description": "outline row", "value": null, "position": "0.00;8962.00", "size": "159;23", "children": [{"name": null, "role": "AXTextField", "description": null, "role_description": "text field", "value": "IMG_6188.HEIC", "position": "41.00;8963.00", "size": "102;20", "children": []}]}, {"name": null, "role": "AXRow", "description": null, "role_description": "outline row", "value": null, "position": "0.00;8985.00", "size": "159;23", "children": [{"name": null, "role": "AXTextField", "description": null, "role_description": "text field", "value": "IMG_6189.HEIC", "position": "41.00;8986.00", "size": "102;20", "children": []}]}, {"name": null, "role": "AXRow", "description": null, "role_description": "outline row", "value": null, "position": "0.00;9008.00", "size": "159;23", "children": [{"name": null, "role": "AXTextField", "description": null, "role_description": "text field", "value": "IMG_6190 2.HEIC", "position": "41.00;9009.00", "size": "102;20", "children": []}]}, {"name": null, "role": "AXRow", "description": null, "role_description": "outline row", "value": null, "position": "0.00;9031.00", "size": "159;23", "children": [{"name": null, "role": "AXTextField", "description": null, "role_description": "text field", "value": "IMG_6190.HEIC", "position": "41.00;9032.00", "size": "102;20", "children": []}]}, {"name": null, "role": "AXRow", "description": null, "role_description": "outline row", "value": null, "position": "0.00;9054.00", "size": "159;23", "children": [{"name": null, "role": "AXTextField", "description": null, "role_description": "text field", "value": "IMG_6213.HEIC", "position": "41.00;9055.00", "size": "102;20", "children": []}]}, {"name": null, "role": "AXRow", "description": null, "role_description": "outline row", "value": null, "position": "0.00;9077.00", "size": "159;23", "children": [{"name": null, "role": "AXTextField", "description": null, "role_description": "text field", "value": "IMG_6216.HEIC", "position": "41.00;9078.00", "size": "102;20", "children": []}]}, {"name": null, "role": "AXRow", "description": null, "role_description": "outline row", "value": null, "position": "0.00;9100.00", "size": "159;23", "children": [{"name": null, "role": "AXTextField", "description": null, "role_description": "text field", "value": "IMG_6217.HEIC", "position": "41.00;9101.00", "size": "102;20", "children": []}]}, {"name": null, "role": "AXRow", "description": null, "role_description": "outline row", "value": null, "position": "0.00;9123.00", "size": "159;23", "children": [{"name": null, "role": "AXTextField", "description": null, "role_description": "text field", "value": "IMG_6218.HEIC", "position": "41.00;9124.00", "size": "102;20", "children": []}]}, {"name": null, "role": "AXRow", "description": null, "role_description": "outline row", "value": null, "position": "0.00;9146.00", "size": "159;23", "children": [{"name": null, "role": "AXTextField", "description": null, "role_description": "text field", "value": "IMG_6219.HEIC", "position": "41.00;9147.00", "size": "102;20", "children": []}]}, {"name": null, "role": "AXRow", "description": null, "role_description": "outline row", "value": null, "position": "0.00;9169.00", "size": "159;23", "children": [{"name": null, "role": "AXTextField", "description": null, "role_description": "text field", "value": "IMG_6220.HEIC", "position": "41.00;9170.00", "size": "102;20", "children": []}]}, {"name": null, "role": "AXRow", "description": null, "role_description": "outline row", "value": null, "position": "0.00;9192.00", "size": "159;23", "children": [{"name": null, "role": "AXTextField", "description": null, "role_description": "text field", "value": "IMG_6224.HEIC", "position": "41.00;9193.00", "size": "102;20", "children": []}]}, {"name": null, "role": "AXRow", "description": null, "role_description": "outline row", "value": null, "position": "0.00;9215.00", "size": "159;23", "children": [{"name": null, "role": "AXTextField", "description": null, "role_description": "text field", "value": "IMG_6225 2.HEIC", "position": "41.00;9216.00", "size": "102;20", "children": []}]}, {"name": null, "role": "AXRow", "description": null, "role_description": "outline row", "value": null, "position": "0.00;9238.00", "size": "159;23", "children": [{"name": null, "role": "AXTextField", "description": null, "role_description": "text field", "value": "IMG_6226.HEIC", "position": "41.00;9239.00", "size": "102;20", "children": []}]}, {"name": null, "role": "AXRow", "description": null, "role_description": "outline row", "value": null, "position": "0.00;9261.00", "size": "159;23", "children": [{"name": null, "role": "AXTextField", "description": null, "role_description": "text field", "value": "IMG_6235.HEIC", "position": "41.00;9262.00", "size": "102;20", "children": []}]}, {"name": null, "role": "AXRow", "description": null, "role_description": "outline row", "value": null, "position": "0.00;9284.00", "size": "159;23", "children": [{"name": null, "role": "AXTextField", "description": null, "role_description": "text field", "value": "IMG_6258.DNG", "position": "41.00;9285.00", "size": "102;20", "children": []}]}, {"name": null, "role": "AXRow", "description": null, "role_description": "outline row", "value": null, "position": "0.00;9307.00", "size": "159;23", "children": [{"name": null, "role": "AXTextField", "description": null, "role_description": "text field", "value": "IMG_6392.JPG", "position": "41.00;9308.00", "size": "102;20", "children": []}]}, {"name": null, "role": "AXRow", "description": null, "role_description": "outline row", "value": null, "position": "0.00;9330.00", "size": "159;23", "children": [{"name": null, "role": "AXTextField", "description": null, "role_description": "text field", "value": "IMG_6395.JPG", "position": "41.00;9331.00", "size": "102;20", "children": []}]}, {"name": null, "role": "AXRow", "description": null, "role_description": "outline row", "value": null, "position": "0.00;9353.00", "size": "159;23", "children": [{"name": null, "role": "AXTextField", "description": null, "role_description": "text field", "value": "IMG_6500.HEIC", "position": "41.00;9354.00", "size": "102;20", "children": []}]}, {"name": null, "role": "AXRow", "description": null, "role_description": "outline row", "value": null, "position": "0.00;9376.00", "size": "159;23", "children": [{"name": null, "role": "AXTextField", "description": null, "role_description": "text field", "value": "IMG_6707.HEIC", "position": "41.00;9377.00", "size": "102;20", "children": []}]}, {"name": null, "role": "AXRow", "description": null, "role_description": "outline row", "value": null, "position": "0.00;9399.00", "size": "159;23", "children": [{"name": null, "role": "AXTextField", "description": null, "role_description": "text field", "value": "IMG_6707.jpg", "position": "41.00;9400.00", "size": "102;20", "children": []}]}, {"name": null, "role": "AXRow", "description": null, "role_description": "outline row", "value": null, "position": "0.00;9422.00", "size": "159;23", "children": [{"name": null, "role": "AXTextField", "description": null, "role_description": "text field", "value": "IMG_6768.heic", "position": "41.00;9423.00", "size": "102;20", "children": []}]}, {"name": null, "role": "AXRow", "description": null, "role_description": "outline row", "value": null, "position": "0.00;9445.00", "size": "159;23", "children": [{"name": null, "role": "AXTextField", "description": null, "role_description": "text field", "value": "IMG_6793.JPG", "position": "41.00;9446.00", "size": "102;20", "children": []}]}, {"name": null, "role": "AXRow", "description": null, "role_description": "outline row", "value": null, "position": "0.00;9468.00", "size": "159;23", "children": [{"name": null, "role": "AXTextField", "description": null, "role_description": "text field", "value": "IMG_6963.HEIC", "position": "41.00;9469.00", "size": "102;20", "children": []}]}, {"name": null, "role": "AXRow", "description": null, "role_description": "outline row", "value": null, "position": "0.00;9491.00", "size": "159;23", "children": [{"name": null, "role": "AXTextField", "description": null, "role_description": "text field", "value": "IMG_7005.HEIC", "position": "41.00;9492.00", "size": "102;20", "children": []}]}, {"name": null, "role": "AXRow", "description": null, "role_description": "outline row", "value": null, "position": "0.00;9514.00", "size": "159;23", "children": [{"name": null, "role": "AXTextField", "description": null, "role_description": "text field", "value": "IMG_7053.JPG", "position": "41.00;9515.00", "size": "102;20", "children": []}]}, {"name": null, "role": "AXRow", "description": null, "role_description": "outline row", "value": null, "position": "0.00;9537.00", "size": "159;23", "children": [{"name": null, "role": "AXTextField", "description": null, "role_description": "text field", "value": "IMG_7195.jpg", "position": "41.00;9538.00", "size": "102;20", "children": []}]}, {"name": null, "role": "AXRow", "description": null, "role_description": "outline row", "value": null, "position": "0.00;9560.00", "size": "159;23", "children": [{"name": null, "role": "AXTextField", "description": null, "role_description": "text field", "value": "IMG_7222.HEIC", "position": "41.00;9561.00", "size": "102;20", "children": []}]}, {"name": null, "role": "AXRow", "description": null, "role_description": "outline row", "value": null, "position": "0.00;9583.00", "size": "159;23", "children": [{"name": null, "role": "AXTextField", "description": null, "role_description": "text field", "value": "IMG_7222.jpg", "position": "41.00;9584.00", "size": "102;20", "children": []}]}, {"name": null, "role": "AXRow", "description": null, "role_description": "outline row", "value": null, "position": "0.00;9606.00", "size": "159;23", "children": [{"name": null, "role": "AXTextField", "description": null, "role_description": "text field", "value": "IMG_7309.jpg", "position": "41.00;9607.00", "size": "102;20", "children": []}]}, {"name": null, "role": "AXRow", "description": null, "role_description": "outline row", "value": null, "position": "0.00;9629.00", "size": "159;23", "children": [{"name": null, "role": "AXTextField", "description": null, "role_description": "text field", "value": "IMG_7344 2.heic", "position": "41.00;9630.00", "size": "102;20", "children": []}]}, {"name": null, "role": "AXRow", "description": null, "role_description": "outline row", "value": null, "position": "0.00;9652.00", "size": "159;23", "children": [{"name": null, "role": "AXTextField", "description": null, "role_description": "text field", "value": "IMG_7344.jpg", "position": "41.00;9653.00", "size": "102;20", "children": []}]}, {"name": null, "role": "AXRow", "description": null, "role_description": "outline row", "value": null, "position": "0.00;9675.00", "size": "159;23", "children": [{"name": null, "role": "AXTextField", "description": null, "role_description": "text field", "value": "IMG_7372.heic", "position": "41.00;9676.00", "size": "102;20", "children": []}]}, {"name": null, "role": "AXRow", "description": null, "role_description": "outline row", "value": null, "position": "0.00;9698.00", "size": "159;23", "children": [{"name": null, "role": "AXTextField", "description": null, "role_description": "text field", "value": "IMG_7372.jpg", "position": "41.00;9699.00", "size": "102;20", "children": []}]}, {"name": null, "role": "AXRow", "description": null, "role_description": "outline row", "value": null, "position": "0.00;9721.00", "size": "159;23", "children": [{"name": null, "role": "AXTextField", "description": null, "role_description": "text field", "value": "IMG_7374.heic", "position": "41.00;9722.00", "size": "102;20", "children": []}]}, {"name": null, "role": "AXRow", "description": null, "role_description": "outline row", "value": null, "position": "0.00;9744.00", "size": "159;23", "children": [{"name": null, "role": "AXTextField", "description": null, "role_description": "text field", "value": "IMG_7374.jpg", "position": "41.00;9745.00", "size": "102;20", "children": []}]}, {"name": null, "role": "AXRow", "description": null, "role_description": "outline row", "value": null, "position": "0.00;9767.00", "size": "159;23", "children": [{"name": null, "role": "AXTextField", "description": null, "role_description": "text field", "value": "IMG_7426.HEIC", "position": "41.00;9768.00", "size": "102;20", "children": []}]}, {"name": null, "role": "AXRow", "description": null, "role_description": "outline row", "value": null, "position": "0.00;9790.00", "size": "159;23", "children": [{"name": null, "role": "AXTextField", "description": null, "role_description": "text field", "value": "IMG_7426.jpg", "position": "41.00;9791.00", "size": "102;20", "children": []}]}, {"name": null, "role": "AXRow", "description": null, "role_description": "outline row", "value": null, "position": "0.00;9813.00", "size": "159;23", "children": [{"name": null, "role": "AXTextField", "description": null, "role_description": "text field", "value": "IMG_7426.png", "position": "41.00;9814.00", "size": "102;20", "children": []}]}, {"name": null, "role": "AXRow", "description": null, "role_description": "outline row", "value": null, "position": "0.00;9836.00", "size": "159;23", "children": [{"name": null, "role": "AXTextField", "description": null, "role_description": "text field", "value": "IMG_7449.JPG", "position": "41.00;9837.00", "size": "102;20", "children": []}]}, {"name": null, "role": "AXRow", "description": null, "role_description": "outline row", "value": null, "position": "0.00;9859.00", "size": "159;23", "children": [{"name": null, "role": "AXTextField", "description": null, "role_description": "text field", "value": "IMG_7493.JPG", "position": "41.00;9860.00", "size": "102;20", "children": []}]}, {"name": null, "role": "AXRow", "description": null, "role_description": "outline row", "value": null, "position": "0.00;9882.00", "size": "159;23", "children": [{"name": null, "role": "AXTextField", "description": null, "role_description": "text field", "value": "IMG_7704.JPG", "position": "41.00;9883.00", "size": "102;20", "children": []}]}, {"name": null, "role": "AXRow", "description": null, "role_description": "outline row", "value": null, "position": "0.00;9905.00", "size": "159;23", "children": [{"name": null, "role": "AXTextField", "description": null, "role_description": "text field", "value": "IMG_7762.HEIC", "position": "41.00;9906.00", "size": "102;20", "children": []}]}, {"name": null, "role": "AXRow", "description": null, "role_description": "outline row", "value": null, "position": "0.00;9928.00", "size": "159;23", "children": [{"name": null, "role": "AXTextField", "description": null, "role_description": "text field", "value": "IMG_7916 1.jpg", "position": "41.00;9929.00", "size": "102;20", "children": []}]}, {"name": null, "role": "AXRow", "description": null, "role_description": "outline row", "value": null, "position": "0.00;9951.00", "size": "159;23", "children": [{"name": null, "role": "AXTextField", "description": null, "role_description": "text field", "value": "IMG_7916 1.png", "position": "41.00;9952.00", "size": "102;20", "children": []}]}, {"name": null, "role": "AXRow", "description": null, "role_description": "outline row", "value": null, "position": "0.00;9974.00", "size": "159;23", "children": [{"name": null, "role": "AXTextField", "description": null, "role_description": "text field", "value": "IMG_7916 2.heic", "position": "41.00;9975.00", "size": "102;20", "children": []}]}, {"name": null, "role": "AXRow", "description": null, "role_description": "outline row", "value": null, "position": "0.00;9997.00", "size": "159;23", "children": [{"name": null, "role": "AXTextField", "description": null, "role_description": "text field", "value": "IMG_7916.heic", "position": "41.00;9998.00", "size": "102;20", "children": []}]}, {"name": null, "role": "AXRow", "description": null, "role_description": "outline row", "value": null, "position": "0.00;10020.00", "size": "159;23", "children": [{"name": null, "role": "AXTextField", "description": null, "role_description": "text field", "value": "IMG_7916.jpg", "position": "41.00;10021.00", "size": "102;20", "children": []}]}, {"name": null, "role": "AXRow", "description": null, "role_description": "outline row", "value": null, "position": "0.00;10043.00", "size": "159;23", "children": [{"name": null, "role": "AXTextField", "description": null, "role_description": "text field", "value": "IMG_7916.png", "position": "41.00;10044.00", "size": "102;20", "children": []}]}, {"name": null, "role": "AXRow", "description": null, "role_description": "outline row", "value": null, "position": "0.00;10066.00", "size": "159;23", "children": [{"name": null, "role": "AXTextField", "description": null, "role_description": "text field", "value": "IMG_8043.jpg", "position": "41.00;10067.00", "size": "102;20", "children": []}]}, {"name": null, "role": "AXRow", "description": null, "role_description": "outline row", "value": null, "position": "0.00;10089.00", "size": "159;23", "children": [{"name": null, "role": "AXTextField", "description": null, "role_description": "text field", "value": "IMG_8375(1).MP4", "position": "41.00;10090.00", "size": "102;20", "children": []}]}, {"name": null, "role": "AXRow", "description": null, "role_description": "outline row", "value": null, "position": "0.00;10112.00", "size": "159;23", "children": [{"name": null, "role": "AXTextField", "description": null, "role_description": "text field", "value": "IMG_8389 - 01.mp4", "position": "41.00;10113.00", "size": "102;20", "children": []}]}, {"name": null, "role": "AXRow", "description": null, "role_description": "outline row", "value": null, "position": "0.00;10135.00", "size": "159;23", "children": [{"name": null, "role": "AXTextField", "description": null, "role_description": "text field", "value": "IMG_9076.HEIC", "position": "41.00;10136.00", "size": "102;20", "children": []}]}, {"name": null, "role": "AXRow", "description": null, "role_description": "outline row", "value": null, "position": "0.00;10158.00", "size": "159;23", "children": [{"name": null, "role": "AXTextField", "description": null, "role_description": "text field", "value": "IMG_9524.HEIC", "position": "41.00;10159.00", "size": "102;20", "children": []}]}, {"name": null, "role": "AXRow", "description": null, "role_description": "outline row", "value": null, "position": "0.00;10181.00", "size": "159;23", "children": [{"name": null, "role": "AXTextField", "description": null, "role_description": "text field", "value": "IMG_9527.HEIC", "position": "41.00;10182.00", "size": "102;20", "children": []}]}, {"name": null, "role": "AXRow", "description": null, "role_description": "outline row", "value": null, "position": "0.00;10204.00", "size": "159;23", "children": [{"name": null, "role": "AXTextField", "description": null, "role_description": "text field", "value": "IMG_9557.HEIC", "position": "41.00;10205.00", "size": "102;20", "children": []}]}, {"name": null, "role": "AXRow", "description": null, "role_description": "outline row", "value": null, "position": "0.00;10227.00", "size": "159;23", "children": [{"name": null, "role": "AXTextField", "description": null, "role_description": "text field", "value": "IMG_9557.png", "position": "41.00;10228.00", "size": "102;20", "children": []}]}, {"name": null, "role": "AXRow", "description": null, "role_description": "outline row", "value": null, "position": "0.00;10250.00", "size": "159;23", "children": [{"name": null, "role": "AXTextField", "description": null, "role_description": "text field", "value": "IMG_9561.HEIC", "position": "41.00;10251.00", "size": "102;20", "children": []}]}, {"name": null, "role": "AXRow", "description": null, "role_description": "outline row", "value": null, "position": "0.00;10273.00", "size": "159;23", "children": [{"name": null, "role": "AXTextField", "description": null, "role_description": "text field", "value": "IMG_9561.png", "position": "41.00;10274.00", "size": "102;20", "children": []}]}, {"name": null, "role": "AXRow", "description": null, "role_description": "outline row", "value": null, "position": "0.00;10296.00", "size": "159;23", "children": [{"name": null, "role": "AXTextField", "description": null, "role_description": "text field", "value": "IMG_9654(1).HEIC", "position": "41.00;10297.00", "size": "102;20", "children": []}]}, {"name": null, "role": "AXRow", "description": null, "role_description": "outline row", "value": null, "position": "0.00;10319.00", "size": "159;23", "children": [{"name": null, "role": "AXTextField", "description": null, "role_description": "text field", "value": "IMG_9687.HEIC", "position": "41.00;10320.00", "size": "102;20", "children": []}]}, {"name": null, "role": "AXRow", "description": null, "role_description": "outline row", "value": null, "position": "0.00;10342.00", "size": "159;23", "children": [{"name": null, "role": "AXTextField", "description": null, "role_description": "text field", "value": "IMG_9710.JPG", "position": "41.00;10343.00", "size": "102;20", "children": []}]}, {"name": null, "role": "AXRow", "description": null, "role_description": "outline row", "value": null, "position": "0.00;10365.00", "size": "159;23", "children": [{"name": null, "role": "AXTextField", "description": null, "role_description": "text field", "value": "IMG_9774.MOV", "position": "41.00;10366.00", "size": "102;20", "children": []}]}, {"name": null, "role": "AXRow", "description": null, "role_description": "outline row", "value": null, "position": "0.00;10388.00", "size": "159;23", "children": [{"name": null, "role": "AXTextField", "description": null, "role_description": "text field", "value": "IMG_9774.mp4", "position": "41.00;10389.00", "size": "102;20", "children": []}]}, {"name": null, "role": "AXRow", "description": null, "role_description": "outline row", "value": null, "position": "0.00;10411.00", "size": "159;23", "children": [{"name": null, "role": "AXTextField", "description": null, "role_description": "text field", "value": "IMG_9786.MOV", "position": "41.00;10412.00", "size": "102;20", "children": []}]}, {"name": null, "role": "AXRow", "description": null, "role_description": "outline row", "value": null, "position": "0.00;10434.00", "size": "159;23", "children": [{"name": null, "role": "AXTextField", "description": null, "role_description": "text field", "value": "IMG_9830.jpg", "position": "41.00;10435.00", "size": "102;20", "children": []}]}, {"name": null, "role": "AXRow", "description": null, "role_description": "outline row", "value": null, "position": "0.00;10457.00", "size": "159;23", "children": [{"name": null, "role": "AXTextField", "description": null, "role_description": "text field", "value": "IMG_9841.HEIC", "position": "41.00;10458.00", "size": "102;20", "children": []}]}, {"name": null, "role": "AXRow", "description": null, "role_description": "outline row", "value": null, "position": "0.00;10480.00", "size": "159;23", "children": [{"name": null, "role": "AXTextField", "description": null, "role_description": "text field", "value": "IMG_9841.jpg", "position": "41.00;10481.00", "size": "102;20", "children": []}]}, {"name": null, "role": "AXRow", "description": null, "role_description": "outline row", "value": null, "position": "0.00;10503.00", "size": "159;23", "children": [{"name": null, "role": "AXTextField", "description": null, "role_description": "text field", "value": "IMG_9842.HEIC", "position": "41.00;10504.00", "size": "102;20", "children": []}]}, {"name": null, "role": "AXRow", "description": null, "role_description": "outline row", "value": null, "position": "0.00;10526.00", "size": "159;23", "children": [{"name": null, "role": "AXTextField", "description": null, "role_description": "text field", "value": "IMG_9842.jpg", "position": "41.00;10527.00", "size": "102;20", "children": []}]}, {"name": null, "role": "AXRow", "description": null, "role_description": "outline row", "value": null, "position": "0.00;10549.00", "size": "159;23", "children": [{"name": null, "role": "AXTextField", "description": null, "role_description": "text field", "value": "IMG_9843.HEIC", "position": "41.00;10550.00", "size": "102;20", "children": []}]}, {"name": null, "role": "AXRow", "description": null, "role_description": "outline row", "value": null, "position": "0.00;10572.00", "size": "159;23", "children": [{"name": null, "role": "AXTextField", "description": null, "role_description": "text field", "value": "IMG_9843.jpg", "position": "41.00;10573.00", "size": "102;20", "children": []}]}, {"name": null, "role": "AXRow", "description": null, "role_description": "outline row", "value": null, "position": "0.00;10595.00", "size": "159;23", "children": [{"name": null, "role": "AXTextField", "description": null, "role_description": "text field", "value": "IMG_9844.HEIC", "position": "41.00;10596.00", "size": "102;20", "children": []}]}, {"name": null, "role": "AXRow", "description": null, "role_description": "outline row", "value": null, "position": "0.00;10618.00", "size": "159;23", "children": [{"name": null, "role": "AXTextField", "description": null, "role_description": "text field", "value": "IMG_9844.jpg", "position": "41.00;10619.00", "size": "102;20", "children": []}]}, {"name": null, "role": "AXRow", "description": null, "role_description": "outline row", "value": null, "position": "0.00;10641.00", "size": "159;23", "children": [{"name": null, "role": "AXTextField", "description": null, "role_description": "text field", "value": "IMG_9845.HEIC", "position": "41.00;10642.00", "size": "102;20", "children": []}]}, {"name": null, "role": "AXRow", "description": null, "role_description": "outline row", "value": null, "position": "0.00;10664.00", "size": "159;23", "children": [{"name": null, "role": "AXTextField", "description": null, "role_description": "text field", "value": "IMG_9845.jpg", "position": "41.00;10665.00", "size": "102;20", "children": []}]}, {"name": null, "role": "AXRow", "description": null, "role_description": "outline row", "value": null, "position": "0.00;10687.00", "size": "159;23", "children": [{"name": null, "role": "AXTextField", "description": null, "role_description": "text field", "value": "IMG_9846.HEIC", "position": "41.00;10688.00", "size": "102;20", "children": []}]}, {"name": null, "role": "AXRow", "description": null, "role_description": "outline row", "value": null, "position": "0.00;10710.00", "size": "159;23", "children": [{"name": null, "role": "AXTextField", "description": null, "role_description": "text field", "value": "IMG_9846.jpg", "position": "41.00;10711.00", "size": "102;20", "children": []}]}, {"name": null, "role": "AXRow", "description": null, "role_description": "outline row", "value": null, "position": "0.00;10733.00", "size": "159;23", "children": [{"name": null, "role": "AXTextField", "description": null, "role_description": "text field", "value": "IMG_9847.HEIC", "position": "41.00;10734.00", "size": "102;20", "children": []}]}, {"name": null, "role": "AXRow", "description": null, "role_description": "outline row", "value": null, "position": "0.00;10756.00", "size": "159;23", "children": [{"name": null, "role": "AXTextField", "description": null, "role_description": "text field", "value": "IMG_9847.jpg", "position": "41.00;10757.00", "size": "102;20", "children": []}]}, {"name": null, "role": "AXRow", "description": null, "role_description": "outline row", "value": null, "position": "0.00;10779.00", "size": "159;23", "children": [{"name": null, "role": "AXTextField", "description": null, "role_description": "text field", "value": "IMG_9848.HEIC", "position": "41.00;10780.00", "size": "102;20", "children": []}]}, {"name": null, "role": "AXRow", "description": null, "role_description": "outline row", "value": null, "position": "0.00;10802.00", "size": "159;23", "children": [{"name": null, "role": "AXTextField", "description": null, "role_description": "text field", "value": "IMG_9848.jpg", "position": "41.00;10803.00", "size": "102;20", "children": []}]}, {"name": null, "role": "AXRow", "description": null, "role_description": "outline row", "value": null, "position": "0.00;10825.00", "size": "159;23", "children": [{"name": null, "role": "AXTextField", "description": null, "role_description": "text field", "value": "IMG_9849.HEIC", "position": "41.00;10826.00", "size": "102;20", "children": []}]}, {"name": null, "role": "AXRow", "description": null, "role_description": "outline row", "value": null, "position": "0.00;10848.00", "size": "159;23", "children": [{"name": null, "role": "AXTextField", "description": null, "role_description": "text field", "value": "IMG_9849.jpg", "position": "41.00;10849.00", "size": "102;20", "children": []}]}, {"name": null, "role": "AXRow", "description": null, "role_description": "outline row", "value": null, "position": "0.00;10871.00", "size": "159;23", "children": [{"name": null, "role": "AXTextField", "description": null, "role_description": "text field", "value": "IMG_9850.HEIC", "position": "41.00;10872.00", "size": "102;20", "children": []}]}, {"name": null, "role": "AXRow", "description": null, "role_description": "outline row", "value": null, "position": "0.00;10894.00", "size": "159;23", "children": [{"name": null, "role": "AXTextField", "description": null, "role_description": "text field", "value": "IMG_9850.jpg", "position": "41.00;10895.00", "size": "102;20", "children": []}]}, {"name": null, "role": "AXRow", "description": null, "role_description": "outline row", "value": null, "position": "0.00;10917.00", "size": "159;23", "children": [{"name": null, "role": "AXTextField", "description": null, "role_description": "text field", "value": "IMG_9851.HEIC", "position": "41.00;10918.00", "size": "102;20", "children": []}]}, {"name": null, "role": "AXRow", "description": null, "role_description": "outline row", "value": null, "position": "0.00;10940.00", "size": "159;23", "children": [{"name": null, "role": "AXTextField", "description": null, "role_description": "text field", "value": "IMG_9851.jpg", "position": "41.00;10941.00", "size": "102;20", "children": []}]}, {"name": null, "role": "AXRow", "description": null, "role_description": "outline row", "value": null, "position": "0.00;10963.00", "size": "159;23", "children": [{"name": null, "role": "AXTextField", "description": null, "role_description": "text field", "value": "IMG_9852.HEIC", "position": "41.00;10964.00", "size": "102;20", "children": []}]}, {"name": null, "role": "AXRow", "description": null, "role_description": "outline row", "value": null, "position": "0.00;10986.00", "size": "159;23", "children": [{"name": null, "role": "AXTextField", "description": null, "role_description": "text field", "value": "IMG_9852.jpg", "position": "41.00;10987.00", "size": "102;20", "children": []}]}, {"name": null, "role": "AXRow", "description": null, "role_description": "outline row", "value": null, "position": "0.00;11009.00", "size": "159;23", "children": [{"name": null, "role": "AXTextField", "description": null, "role_description": "text field", "value": "IMG_9853.HEIC", "position": "41.00;11010.00", "size": "102;20", "children": []}]}, {"name": null, "role": "AXRow", "description": null, "role_description": "outline row", "value": null, "position": "0.00;11032.00", "size": "159;23", "children": [{"name": null, "role": "AXTextField", "description": null, "role_description": "text field", "value": "IMG_9853.jpg", "position": "41.00;11033.00", "size": "102;20", "children": []}]}, {"name": null, "role": "AXRow", "description": null, "role_description": "outline row", "value": null, "position": "0.00;11055.00", "size": "159;23", "children": [{"name": null, "role": "AXTextField", "description": null, "role_description": "text field", "value": "IMG_9854.HEIC", "position": "41.00;11056.00", "size": "102;20", "children": []}]}, {"name": null, "role": "AXRow", "description": null, "role_description": "outline row", "value": null, "position": "0.00;11078.00", "size": "159;23", "children": [{"name": null, "role": "AXTextField", "description": null, "role_description": "text field", "value": "IMG_9854.jpg", "position": "41.00;11079.00", "size": "102;20", "children": []}]}, {"name": null, "role": "AXRow", "description": null, "role_description": "outline row", "value": null, "position": "0.00;11101.00", "size": "159;23", "children": [{"name": null, "role": "AXTextField", "description": null, "role_description": "text field", "value": "IMG_9855.HEIC", "position": "41.00;11102.00", "size": "102;20", "children": []}]}, {"name": null, "role": "AXRow", "description": null, "role_description": "outline row", "value": null, "position": "0.00;11124.00", "size": "159;23", "children": [{"name": null, "role": "AXTextField", "description": null, "role_description": "text field", "value": "IMG_9855.jpg", "position": "41.00;11125.00", "size": "102;20", "children": []}]}, {"name": null, "role": "AXRow", "description": null, "role_description": "outline row", "value": null, "position": "0.00;11147.00", "size": "159;23", "children": [{"name": null, "role": "AXTextField", "description": null, "role_description": "text field", "value": "IMG_9856.HEIC", "position": "41.00;11148.00", "size": "102;20", "children": []}]}, {"name": null, "role": "AXRow", "description": null, "role_description": "outline row", "value": null, "position": "0.00;11170.00", "size": "159;23", "children": [{"name": null, "role": "AXTextField", "description": null, "role_description": "text field", "value": "IMG_9856.jpg", "position": "41.00;11171.00", "size": "102;20", "children": []}]}, {"name": null, "role": "AXRow", "description": null, "role_description": "outline row", "value": null, "position": "0.00;11193.00", "size": "159;23", "children": [{"name": null, "role": "AXTextField", "description": null, "role_description": "text field", "value": "IMG_9857.HEIC", "position": "41.00;11194.00", "size": "102;20", "children": []}]}, {"name": null, "role": "AXRow", "description": null, "role_description": "outline row", "value": null, "position": "0.00;11216.00", "size": "159;23", "children": [{"name": null, "role": "AXTextField", "description": null, "role_description": "text field", "value": "IMG_9857.jpg", "position": "41.00;11217.00", "size": "102;20", "children": []}]}, {"name": null, "role": "AXRow", "description": null, "role_description": "outline row", "value": null, "position": "0.00;11239.00", "size": "159;23", "children": [{"name": null, "role": "AXTextField", "description": null, "role_description": "text field", "value": "IMG_9858.HEIC", "position": "41.00;11240.00", "size": "102;20", "children": []}]}, {"name": null, "role": "AXRow", "description": null, "role_description": "outline row", "value": null, "position": "0.00;11262.00", "size": "159;23", "children": [{"name": null, "role": "AXTextField", "description": null, "role_description": "text field", "value": "IMG_9858.jpg", "position": "41.00;11263.00", "size": "102;20", "children": []}]}, {"name": null, "role": "AXRow", "description": null, "role_description": "outline row", "value": null, "position": "0.00;11285.00", "size": "159;23", "children": [{"name": null, "role": "AXTextField", "description": null, "role_description": "text field", "value": "IMG_9859.HEIC", "position": "41.00;11286.00", "size": "102;20", "children": []}]}, {"name": null, "role": "AXRow", "description": null, "role_description": "outline row", "value": null, "position": "0.00;11308.00", "size": "159;23", "children": [{"name": null, "role": "AXTextField", "description": null, "role_description": "text field", "value": "IMG_9859.jpg", "position": "41.00;11309.00", "size": "102;20", "children": []}]}, {"name": null, "role": "AXRow", "description": null, "role_description": "outline row", "value": null, "position": "0.00;11331.00", "size": "159;23", "children": [{"name": null, "role": "AXTextField", "description": null, "role_description": "text field", "value": "IMG_9860.HEIC", "position": "41.00;11332.00", "size": "102;20", "children": []}]}, {"name": null, "role": "AXRow", "description": null, "role_description": "outline row", "value": null, "position": "0.00;11354.00", "size": "159;23", "children": [{"name": null, "role": "AXTextField", "description": null, "role_description": "text field", "value": "IMG_9860.jpg", "position": "41.00;11355.00", "size": "102;20", "children": []}]}, {"name": null, "role": "AXRow", "description": null, "role_description": "outline row", "value": null, "position": "0.00;11377.00", "size": "159;23", "children": [{"name": null, "role": "AXTextField", "description": null, "role_description": "text field", "value": "IMG_9861.HEIC", "position": "41.00;11378.00", "size": "102;20", "children": []}]}, {"name": null, "role": "AXRow", "description": null, "role_description": "outline row", "value": null, "position": "0.00;11400.00", "size": "159;23", "children": [{"name": null, "role": "AXTextField", "description": null, "role_description": "text field", "value": "IMG_9861.jpg", "position": "41.00;11401.00", "size": "102;20", "children": []}]}, {"name": null, "role": "AXRow", "description": null, "role_description": "outline row", "value": null, "position": "0.00;11423.00", "size": "159;23", "children": [{"name": null, "role": "AXTextField", "description": null, "role_description": "text field", "value": "IMG_9862.HEIC", "position": "41.00;11424.00", "size": "102;20", "children": []}]}, {"name": null, "role": "AXRow", "description": null, "role_description": "outline row", "value": null, "position": "0.00;11446.00", "size": "159;23", "children": [{"name": null, "role": "AXTextField", "description": null, "role_description": "text field", "value": "IMG_9862.jpg", "position": "41.00;11447.00", "size": "102;20", "children": []}]}, {"name": null, "role": "AXRow", "description": null, "role_description": "outline row", "value": null, "position": "0.00;11469.00", "size": "159;23", "children": [{"name": null, "role": "AXTextField", "description": null, "role_description": "text field", "value": "IMG_9863.HEIC", "position": "41.00;11470.00", "size": "102;20", "children": []}]}, {"name": null, "role": "AXRow", "description": null, "role_description": "outline row", "value": null, "position": "0.00;11492.00", "size": "159;23", "children": [{"name": null, "role": "AXTextField", "description": null, "role_description": "text field", "value": "IMG_9863.jpg", "position": "41.00;11493.00", "size": "102;20", "children": []}]}, {"name": null, "role": "AXRow", "description": null, "role_description": "outline row", "value": null, "position": "0.00;11515.00", "size": "159;23", "children": [{"name": null, "role": "AXTextField", "description": null, "role_description": "text field", "value": "IMG_9864.HEIC", "position": "41.00;11516.00", "size": "102;20", "children": []}]}, {"name": null, "role": "AXRow", "description": null, "role_description": "outline row", "value": null, "position": "0.00;11538.00", "size": "159;23", "children": [{"name": null, "role": "AXTextField", "description": null, "role_description": "text field", "value": "IMG_9864.jpg", "position": "41.00;11539.00", "size": "102;20", "children": []}]}, {"name": null, "role": "AXRow", "description": null, "role_description": "outline row", "value": null, "position": "0.00;11561.00", "size": "159;23", "children": [{"name": null, "role": "AXTextField", "description": null, "role_description": "text field", "value": "IMG_9865.HEIC", "position": "41.00;11562.00", "size": "102;20", "children": []}]}, {"name": null, "role": "AXRow", "description": null, "role_description": "outline row", "value": null, "position": "0.00;11584.00", "size": "159;23", "children": [{"name": null, "role": "AXTextField", "description": null, "role_description": "text field", "value": "IMG_9865.jpg", "position": "41.00;11585.00", "size": "102;20", "children": []}]}, {"name": null, "role": "AXRow", "description": null, "role_description": "outline row", "value": null, "position": "0.00;11607.00", "size": "159;23", "children": [{"name": null, "role": "AXTextField", "description": null, "role_description": "text field", "value": "IMG_9866.HEIC", "position": "41.00;11608.00", "size": "102;20", "children": []}]}, {"name": null, "role": "AXRow", "description": null, "role_description": "outline row", "value": null, "position": "0.00;11630.00", "size": "159;23", "children": [{"name": null, "role": "AXTextField", "description": null, "role_description": "text field", "value": "IMG_9866.jpg", "position": "41.00;11631.00", "size": "102;20", "children": []}]}, {"name": null, "role": "AXRow", "description": null, "role_description": "outline row", "value": null, "position": "0.00;11653.00", "size": "159;23", "children": [{"name": null, "role": "AXTextField", "description": null, "role_description": "text field", "value": "IMG_9867.HEIC", "position": "41.00;11654.00", "size": "102;20", "children": []}]}, {"name": null, "role": "AXRow", "description": null, "role_description": "outline row", "value": null, "position": "0.00;11676.00", "size": "159;23", "children": [{"name": null, "role": "AXTextField", "description": null, "role_description": "text field", "value": "IMG_9867.jpg", "position": "41.00;11677.00", "size": "102;20", "children": []}]}, {"name": null, "role": "AXRow", "description": null, "role_description": "outline row", "value": null, "position": "0.00;11699.00", "size": "159;23", "children": [{"name": null, "role": "AXTextField", "description": null, "role_description": "text field", "value": "IMG_9868.HEIC", "position": "41.00;11700.00", "size": "102;20", "children": []}]}, {"name": null, "role": "AXRow", "description": null, "role_description": "outline row", "value": null, "position": "0.00;11722.00", "size": "159;23", "children": [{"name": null, "role": "AXTextField", "description": null, "role_description": "text field", "value": "IMG_9868.jpg", "position": "41.00;11723.00", "size": "102;20", "children": []}]}, {"name": null, "role": "AXRow", "description": null, "role_description": "outline row", "value": null, "position": "0.00;11745.00", "size": "159;23", "children": [{"name": null, "role": "AXTextField", "description": null, "role_description": "text field", "value": "IMG_9869.HEIC", "position": "41.00;11746.00", "size": "102;20", "children": []}]}, {"name": null, "role": "AXRow", "description": null, "role_description": "outline row", "value": null, "position": "0.00;11768.00", "size": "159;23", "children": [{"name": null, "role": "AXTextField", "description": null, "role_description": "text field", "value": "IMG_9869.jpg", "position": "41.00;11769.00", "size": "102;20", "children": []}]}, {"name": null, "role": "AXRow", "description": null, "role_description": "outline row", "value": null, "position": "0.00;11791.00", "size": "159;23", "children": [{"name": null, "role": "AXTextField", "description": null, "role_description": "text field", "value": "IMG_61641.png", "position": "41.00;11792.00", "size": "102;20", "children": []}]}, {"name": null, "role": "AXRow", "description": null, "role_description": "outline row", "value": null, "position": "0.00;11814.00", "size": "159;23", "children": [{"name": null, "role": "AXTextField", "description": null, "role_description": "text field", "value": "Industry Course Handbook APRIL 2024.pdf", "position": "41.00;11815.00", "size": "102;20", "children": []}]}, {"name": null, "role": "AXRow", "description": null, "role_description": "outline row", "value": null, "position": "0.00;11837.00", "size": "159;23", "children": [{"name": null, "role": "AXTextField", "description": null, "role_description": "text field", "value": "inferense_final.ipynb", "position": "41.00;11838.00", "size": "102;20", "children": []}]}, {"name": null, "role": "AXRow", "description": null, "role_description": "outline row", "value": null, "position": "0.00;11860.00", "size": "159;23", "children": [{"name": null, "role": "AXTextField", "description": null, "role_description": "text field", "value": "inferense_final(1).ipynb", "position": "41.00;11861.00", "size": "102;20", "children": []}]}, {"name": null, "role": "AXRow", "description": null, "role_description": "outline row", "value": null, "position": "0.00;11883.00", "size": "159;23", "children": [{"name": null, "role": "AXTextField", "description": null, "role_description": "text field", "value": "inferense_final(2).ipynb", "position": "41.00;11884.00", "size": "102;20", "children": []}]}, {"name": null, "role": "AXRow", "description": null, "role_description": "outline row", "value": null, "position": "0.00;11906.00", "size": "159;23", "children": [{"name": null, "role": "AXTextField", "description": null, "role_description": "text field", "value": "inferense_final(3).ipynb", "position": "41.00;11907.00", "size": "102;20", "children": []}]}, {"name": null, "role": "AXRow", "description": null, "role_description": "outline row", "value": null, "position": "0.00;11929.00", "size": "159;23", "children": [{"name": null, "role": "AXTextField", "description": null, "role_description": "text field", "value": "INSCIENCE Business & [company] Programme 05.04.2024 shared.pdf", "position": "41.00;11930.00", "size": "102;20", "children": []}]}, {"name": null, "role": "AXRow", "description": null, "role_description": "outline row", "value": null, "position": "0.00;11952.00", "size": "159;23", "children": [{"name": null, "role": "AXTextField", "description": null, "role_description": "text field", "value": "Install Parallels Desktop.dmg", "position": "41.00;11953.00", "size": "102;20", "children": []}]}, {"name": null, "role": "AXRow", "description": null, "role_description": "outline row", "value": null, "position": "0.00;11975.00", "size": "159;23", "children": [{"name": null, "role": "AXTextField", "description": null, "role_description": "text field", "value": "instruction.pdf", "position": "41.00;11976.00", "size": "102;20", "children": []}]}, {"name": null, "role": "AXRow", "description": null, "role_description": "outline row", "value": null, "position": "0.00;11998.00", "size": "159;23", "children": [{"name": null, "role": "AXTextField", "description": null, "role_description": "text field", "value": "INTENTION  Haiqu.pdf", "position": "41.00;11999.00", "size": "102;20", "children": []}]}, {"name": null, "role": "AXRow", "description": null, "role_description": "outline row", "value": null, "position": "0.00;12021.00", "size": "159;23", "children": [{"name": null, "role": "AXTextField", "description": null, "role_description": "text field", "value": "intersections.ipynb", "position": "41.00;12022.00", "size": "102;20", "children": []}]}, {"name": null, "role": "AXRow", "description": null, "role_description": "outline row", "value": null, "position": "0.00;12044.00", "size": "159;23", "children": [{"name": null, "role": "AXTextField", "description": null, "role_description": "text field", "value": "INV235569007_A21378918_01092024.pdf", "position": "41.00;12045.00", "size": "102;20", "children": []}]}, {"name": null, "role": "AXRow", "description": null, "role_description": "outline row", "value": null, "position": "0.00;12067.00", "size": "159;23", "children": [{"name": null, "role": "AXTextField", "description": null, "role_description": "text field", "value": "INV236038304_A21378918_01122024.pdf", "position": "41.00;12068.00", "size": "102;20", "children": []}]}, {"name": null, "role": "AXRow", "description": null, "role_description": "outline row", "value": null, "position": "0.00;12090.00", "size": "159;23", "children": [{"name": null, "role": "AXTextField", "description": null, "role_description": "text field", "value": "invite.ics", "position": "41.00;12091.00", "size": "102;20", "children": []}]}, {"name": null, "role": "AXRow", "description": null, "role_description": "outline row", "value": null, "position": "0.00;12113.00", "size": "159;23", "children": [{"name": null, "role": "AXTextField", "description": null, "role_description": "text field", "value": "IQTcode(1).zip", "position": "41.00;12114.00", "size": "102;20", "children": []}]}, {"name": null, "role": "AXRow", "description": null, "role_description": "outline row", "value": null, "position": "0.00;12136.00", "size": "159;23", "children": [{"name": null, "role": "AXTextField", "description": null, "role_description": "text field", "value": "IshanMisra.pdf", "position": "41.00;12137.00", "size": "102;20", "children": []}]}, {"name": null, "role": "AXRow", "description": null, "role_description": "outline row", "value": null, "position": "0.00;12159.00", "size": "159;23", "children": [{"name": null, "role": "AXTextField", "description": null, "role_description": "text field", "value": "January Invoice for 16 Great Chapel St (Mid-month)-en-GB.pdf", "position": "41.00;12160.00", "size": "102;20", "children": []}]}, {"name": null, "role": "AXRow", "description": null, "role_description": "outline row", "value": null, "position": "0.00;12182.00", "size": "159;23", "children": [{"name": null, "role": "AXTextField", "description": null, "role_description": "text field", "value": "KCL_Thesis-8.pdf", "position": "41.00;12183.00", "size": "102;20", "children": []}]}, {"name": null, "role": "AXRow", "description": null, "role_description": "outline row", "value": null, "position": "0.00;12205.00", "size": "159;23", "children": [{"name": null, "role": "AXTextField", "description": null, "role_description": "text field", "value": "keywords.png", "position": "41.00;12206.00", "size": "102;20", "children": []}]}, {"name": null, "role": "AXRow", "description": null, "role_description": "outline row", "value": null, "position": "0.00;12228.00", "size": "159;23", "children": [{"name": null, "role": "AXTextField", "description": null, "role_description": "text field", "value": "kterasaw_2007_01_wads.pdf", "position": "41.00;12229.00", "size": "102;20", "children": []}]}, {"name": null, "role": "AXRow", "description": null, "role_description": "outline row", "value": null, "position": "0.00;12251.00", "size": "159;23", "children": [{"name": null, "role": "AXGroup", "description": null, "role_description": "group", "value": null, "position": "10.00;12251.00", "size": "139;23", "children": [{"name": null, "role": "AXDisclosureTriangle", "description": null, "role_description": "disclosure triangle", "value": 0, "position": "28.00;12252.00", "size": "13;20", "children": []}, {"name": null, "role": "AXTextField", "description": null, "role_description": "text field", "value": "KyivType", "position": "41.00;12252.00", "size": "102;20", "children": []}]}]}, {"name": null, "role": "AXRow", "description": null, "role_description": "outline row", "value": null, "position": "0.00;12274.00", "size": "159;23", "children": [{"name": null, "role": "AXGroup", "description": null, "role_description": "group", "value": null, "position": "10.00;12274.00", "size": "139;23", "children": [{"name": null, "role": "AXDisclosureTriangle", "description": null, "role_description": "disclosure triangle", "value": 0, "position": "28.00;12275.00", "size": "13;20", "children": []}, {"name": null, "role": "AXTextField", "description": null, "role_description": "text field", "value": "KyivType 2", "position": "41.00;12275.00", "size": "102;20", "children": []}]}]}, {"name": null, "role": "AXRow", "description": null, "role_description": "outline row", "value": null, "position": "0.00;12297.00", "size": "159;23", "children": [{"name": null, "role": "AXTextField", "description": null, "role_description": "text field", "value": "KyivType(1).zip", "position": "41.00;12298.00", "size": "102;20", "children": []}]}, {"name": null, "role": "AXRow", "description": null, "role_description": "outline row", "value": null, "position": "0.00;12320.00", "size": "159;23", "children": [{"name": null, "role": "AXTextField", "description": null, "role_description": "text field", "value": "L1-A1_en_Resource - Intelligent piece of paper-1.pdf", "position": "41.00;12321.00", "size": "102;20", "children": []}]}, {"name": null, "role": "AXRow", "description": null, "role_description": "outline row", "value": null, "position": "0.00;12343.00", "size": "159;23", "children": [{"name": null, "role": "AXTextField", "description": null, "role_description": "text field", "value": "L1-A1_en_Resource - Intelligent piece of paper.pdf", "position": "41.00;12344.00", "size": "102;20", "children": []}]}, {"name": null, "role": "AXRow", "description": null, "role_description": "outline row", "value": null, "position": "0.00;12366.00", "size": "159;23", "children": [{"name": null, "role": "AXTextField", "description": null, "role_description": "text field", "value": "L1-A2_en_Worksheet - What is AI.pdf", "position": "41.00;12367.00", "size": "102;20", "children": []}]}, {"name": null, "role": "AXRow", "description": null, "role_description": "outline row", "value": null, "position": "0.00;12389.00", "size": "159;23", "children": [{"name": null, "role": "AXTextField", "description": null, "role_description": "text field", "value": "L1-LP_en_Lesson plan - What is AI.pdf", "position": "41.00;12390.00", "size": "102;20", "children": []}]}, {"name": null, "role": "AXRow", "description": null, "role_description": "outline row", "value": null, "position": "0.00;12412.00", "size": "159;23", "children": [{"name": null, "role": "AXTextField", "description": null, "role_description": "text field", "value": "L1-SL_en_Slides - What is AI -1.pdf", "position": "41.00;12413.00", "size": "102;20", "children": []}]}, {"name": null, "role": "AXRow", "description": null, "role_description": "outline row", "value": null, "position": "0.00;12435.00", "size": "159;23", "children": [{"name": null, "role": "AXTextField", "description": null, "role_description": "text field", "value": "L1-SL_en_Slides - What is AI .pdf", "position": "41.00;12436.00", "size": "102;20", "children": []}]}, {"name": null, "role": "AXRow", "description": null, "role_description": "outline row", "value": null, "position": "0.00;12458.00", "size": "159;23", "children": [{"name": null, "role": "AXTextField", "description": null, "role_description": "text field", "value": "L3-A1_en_Worksheet 1 - Training a model.pdf", "position": "41.00;12459.00", "size": "102;20", "children": []}]}, {"name": null, "role": "AXRow", "description": null, "role_description": "outline row", "value": null, "position": "0.00;12481.00", "size": "159;23", "children": [{"name": null, "role": "AXTextField", "description": null, "role_description": "text field", "value": "L5-PRJ2-A1.1_en_Project introduction - Fake news.pdf", "position": "41.00;12482.00", "size": "102;20", "children": []}]}, {"name": null, "role": "AXRow", "description": null, "role_description": "outline row", "value": null, "position": "0.00;12504.00", "size": "159;23", "children": [{"name": null, "role": "AXTextField", "description": null, "role_description": "text field", "value": "L5-PRJ2-A1.2_en_Project documentation - Fake news .pdf", "position": "41.00;12505.00", "size": "102;20", "children": []}]}, {"name": null, "role": "AXRow", "description": null, "role_description": "outline row", "value": null, "position": "0.00;12527.00", "size": "159;23", "children": [{"name": null, "role": "AXTextField", "description": null, "role_description": "text field", "value": "LA-sem-4-2022.2-1.pdf", "position": "41.00;12528.00", "size": "102;20", "children": []}]}, {"name": null, "role": "AXRow", "description": null, "role_description": "outline row", "value": null, "position": "0.00;12550.00", "size": "159;23", "children": [{"name": null, "role": "AXTextField", "description": null, "role_description": "text field", "value": "labeled_music.png", "position": "41.00;12551.00", "size": "102;20", "children": []}]}, {"name": null, "role": "AXRow", "description": null, "role_description": "outline row", "value": null, "position": "0.00;12573.00", "size": "159;23", "children": [{"name": null, "role": "AXTextField", "description": null, "role_description": "text field", "value": "Latin-Modern-Roman.zip", "position": "41.00;12574.00", "size": "102;20", "children": []}]}, {"name": null, "role": "AXRow", "description": null, "role_description": "outline row", "value": null, "position": "0.00;12596.00", "size": "159;23", "children": [{"name": null, "role": "AXTextField", "description": null, "role_description": "text field", "value": "lecture_transcript.txt", "position": "41.00;12597.00", "size": "102;20", "children": []}]}, {"name": null, "role": "AXRow", "description": null, "role_description": "outline row", "value": null, "position": "0.00;12619.00", "size": "159;23", "children": [{"name": null, "role": "AXTextField", "description": null, "role_description": "text field", "value": "Letter of invitation.pdf", "position": "41.00;12620.00", "size": "102;20", "children": []}]}, {"name": null, "role": "AXRow", "description": null, "role_description": "outline row", "value": null, "position": "0.00;12642.00", "size": "159;23", "children": [{"name": null, "role": "AXTextField", "description": null, "role_description": "text field", "value": "Linear-Regression-Indicator-min.png", "position": "41.00;12643.00", "size": "102;20", "children": []}]}, {"name": null, "role": "AXRow", "description": null, "role_description": "outline row", "value": null, "position": "0.00;12665.00", "size": "159;23", "children": [{"name": null, "role": "AXTextField", "description": null, "role_description": "text field", "value": "Linear-Regression-Indicator-min.webp", "position": "41.00;12666.00", "size": "102;20", "children": []}]}, {"name": null, "role": "AXRow", "description": null, "role_description": "outline row", "value": null, "position": "0.00;12688.00", "size": "159;23", "children": [{"name": null, "role": "AXTextField", "description": null, "role_description": "text field", "value": "LLM Arena + Elo rating.png", "position": "41.00;12689.00", "size": "102;20", "children": []}]}, {"name": null, "role": "AXRow", "description": null, "role_description": "outline row", "value": null, "position": "0.00;12711.00", "size": "159;23", "children": [{"name": null, "role": "AXTextField", "description": null, "role_description": "text field", "value": "LLM_Answering.ipynb", "position": "41.00;12712.00", "size": "102;20", "children": []}]}, {"name": null, "role": "AXRow", "description": null, "role_description": "outline row", "value": null, "position": "0.00;12734.00", "size": "159;23", "children": [{"name": null, "role": "AXTextField", "description": null, "role_description": "text field", "value": "Logo-BW-Horizontal-EN(1).png", "position": "41.00;12735.00", "size": "102;20", "children": []}]}, {"name": null, "role": "AXRow", "description": null, "role_description": "outline row", "value": null, "position": "0.00;12757.00", "size": "159;23", "children": [{"name": null, "role": "AXTextField", "description": null, "role_description": "text field", "value": "Logo-BW-Horizontal-UKR.png", "position": "41.00;12758.00", "size": "102;20", "children": []}]}, {"name": null, "role": "AXRow", "description": null, "role_description": "outline row", "value": null, "position": "0.00;12780.00", "size": "159;23", "children": [{"name": null, "role": "AXTextField", "description": null, "role_description": "text field", "value": "Logo-Colored-Horizontal-EN.png", "position": "41.00;12781.00", "size": "102;20", "children": []}]}, {"name": null, "role": "AXRow", "description": null, "role_description": "outline row", "value": null, "position": "0.00;12803.00", "size": "159;23", "children": [{"name": null, "role": "AXTextField", "description": null, "role_description": "text field", "value": "Logo-Colored-Horizontal-EN.svg", "position": "41.00;12804.00", "size": "102;20", "children": []}]}, {"name": null, "role": "AXRow", "description": null, "role_description": "outline row", "value": null, "position": "0.00;12826.00", "size": "159;23", "children": [{"name": null, "role": "AXTextField", "description": null, "role_description": "text field", "value": "Logo-Colored-Vertical-EN.jpg", "position": "41.00;12827.00", "size": "102;20", "children": []}]}, {"name": null, "role": "AXRow", "description": null, "role_description": "outline row", "value": null, "position": "0.00;12849.00", "size": "159;23", "children": [{"name": null, "role": "AXTextField", "description": null, "role_description": "text field", "value": "Logo-Colored-Vertical-EN.png", "position": "41.00;12850.00", "size": "102;20", "children": []}]}, {"name": null, "role": "AXRow", "description": null, "role_description": "outline row", "value": null, "position": "0.00;12872.00", "size": "159;23", "children": [{"name": null, "role": "AXTextField", "description": null, "role_description": "text field", "value": "Logo-White-Horizontal-EN.png", "position": "41.00;12873.00", "size": "102;20", "children": []}]}, {"name": null, "role": "AXRow", "description": null, "role_description": "outline row", "value": null, "position": "0.00;12895.00", "size": "159;23", "children": [{"name": null, "role": "AXTextField", "description": null, "role_description": "text field", "value": "Logo-White-Horizontal-EN(1).png", "position": "41.00;12896.00", "size": "102;20", "children": []}]}, {"name": null, "role": "AXRow", "description": null, "role_description": "outline row", "value": null, "position": "0.00;12918.00", "size": "159;23", "children": [{"name": null, "role": "AXTextField", "description": null, "role_description": "text field", "value": "Logos-20240508T115646Z-001.zip", "position": "41.00;12919.00", "size": "102;20", "children": []}]}, {"name": null, "role": "AXRow", "description": null, "role_description": "outline row", "value": null, "position": "0.00;12941.00", "size": "159;23", "children": [{"name": null, "role": "AXTextField", "description": null, "role_description": "text field", "value": "lvis_v1_novel_train.vitl14(5).pkl", "position": "41.00;12942.00", "size": "102;20", "children": []}]}, {"name": null, "role": "AXRow", "description": null, "role_description": "outline row", "value": null, "position": "0.00;12964.00", "size": "159;23", "children": [{"name": null, "role": "AXTextField", "description": null, "role_description": "text field", "value": "machine_learning_flashcards_v1.10.zip", "position": "41.00;12965.00", "size": "102;20", "children": []}]}, {"name": null, "role": "AXRow", "description": null, "role_description": "outline row", "value": null, "position": "0.00;12987.00", "size": "159;23", "children": [{"name": null, "role": "AXTextField", "description": null, "role_description": "text field", "value": "[company] Mail - Order complete #43061598 IIB Live - London in-person.pdf", "position": "41.00;12988.00", "size": "102;20", "children": []}]}, {"name": null, "role": "AXRow", "description": null, "role_description": "outline row", "value": null, "position": "0.00;13010.00", "size": "159;23", "children": [{"name": null, "role": "AXTextField", "description": null, "role_description": "text field", "value": "[company] presentation template_dark theme.png", "position": "41.00;13011.00", "size": "102;20", "children": []}]}, {"name": null, "role": "AXRow", "description": null, "role_description": "outline row", "value": null, "position": "0.00;13033.00", "size": "159;23", "children": [{"name": null, "role": "AXTextField", "description": null, "role_description": "text field", "value": "[company] presentation template_dark theme.svg", "position": "41.00;13034.00", "size": "102;20", "children": []}]}, {"name": null, "role": "AXRow", "description": null, "role_description": "outline row", "value": null, "position": "0.00;13056.00", "size": "159;23", "children": [{"name": null, "role": "AXTextField", "description": null, "role_description": "text field", "value": "[company] presentation template_dark theme(1).svg", "position": "41.00;13057.00", "size": "102;20", "children": []}]}, {"name": null, "role": "AXRow", "description": null, "role_description": "outline row", "value": null, "position": "0.00;13079.00", "size": "159;23", "children": [{"name": null, "role": "AXTextField", "description": null, "role_description": "text field", "value": "[company] presentation template_dark theme(2).svg", "position": "41.00;13080.00", "size": "102;20", "children": []}]}, {"name": null, "role": "AXRow", "description": null, "role_description": "outline row", "value": null, "position": "0.00;13102.00", "size": "159;23", "children": [{"name": null, "role": "AXTextField", "description": null, "role_description": "text field", "value": "[company] presentation template_dark theme(3).svg", "position": "41.00;13103.00", "size": "102;20", "children": []}]}, {"name": null, "role": "AXRow", "description": null, "role_description": "outline row", "value": null, "position": "0.00;13125.00", "size": "159;23", "children": [{"name": null, "role": "AXTextField", "description": null, "role_description": "text field", "value": "magenta_studio-2.0.0.amxd", "position": "41.00;13126.00", "size": "102;20", "children": []}]}, {"name": null, "role": "AXRow", "description": null, "role_description": "outline row", "value": null, "position": "0.00;13148.00", "size": "159;23", "children": [{"name": null, "role": "AXTextField", "description": null, "role_description": "text field", "value": "manifest.json", "position": "41.00;13149.00", "size": "102;20", "children": []}]}, {"name": null, "role": "AXRow", "description": null, "role_description": "outline row", "value": null, "position": "0.00;13171.00", "size": "159;23", "children": [{"name": null, "role": "AXGroup", "description": null, "role_description": "group", "value": null, "position": "10.00;13171.00", "size": "139;23", "children": [{"name": null, "role": "AXDisclosureTriangle", "description": null, "role_description": "disclosure triangle", "value": 0, "position": "28.00;13172.00", "size": "13;20", "children": []}, {"name": null, "role": "AXTextField", "description": null, "role_description": "text field", "value": "manifests", "position": "41.00;13172.00", "size": "102;20", "children": []}]}]}, {"name": null, "role": "AXRow", "description": null, "role_description": "outline row", "value": null, "position": "0.00;13194.00", "size": "159;23", "children": [{"name": null, "role": "AXTextField", "description": null, "role_description": "text field", "value": "mapping.yaml", "position": "41.00;13195.00", "size": "102;20", "children": []}]}, {"name": null, "role": "AXRow", "description": null, "role_description": "outline row", "value": null, "position": "0.00;13217.00", "size": "159;23", "children": [{"name": null, "role": "AXTextField", "description": null, "role_description": "text field", "value": "march-of-the-snowmen-8684.mp3", "position": "41.00;13218.00", "size": "102;20", "children": []}]}, {"name": null, "role": "AXRow", "description": null, "role_description": "outline row", "value": null, "position": "0.00;13240.00", "size": "159;23", "children": [{"name": null, "role": "AXTextField", "description": null, "role_description": "text field", "value": "[name] [surname] Presentation for workshop_new.pptx", "position": "41.00;13241.00", "size": "102;20", "children": []}]}, {"name": null, "role": "AXRow", "description": null, "role_description": "outline row", "value": null, "position": "0.00;13263.00", "size": "159;23", "children": [{"name": null, "role": "AXTextField", "description": null, "role_description": "text field", "value": "[name]_[surname]_CV.pdf", "position": "41.00;13264.00", "size": "102;20", "children": []}]}, {"name": null, "role": "AXRow", "description": null, "role_description": "outline row", "value": null, "position": "0.00;13286.00", "size": "159;23", "children": [{"name": null, "role": "AXTextField", "description": null, "role_description": "text field", "value": "[name]_[surname]_UACV-2022-2445.pdf", "position": "41.00;13287.00", "size": "102;20", "children": []}]}, {"name": null, "role": "AXRow", "description": null, "role_description": "outline row", "value": null, "position": "0.00;13309.00", "size": "159;23", "children": [{"name": null, "role": "AXTextField", "description": null, "role_description": "text field", "value": "mark sheet.docx", "position": "41.00;13310.00", "size": "102;20", "children": []}]}, {"name": null, "role": "AXRow", "description": null, "role_description": "outline row", "value": null, "position": "0.00;13332.00", "size": "159;23", "children": [{"name": null, "role": "AXTextField", "description": null, "role_description": "text field", "value": "meditation_katya.mp3", "position": "41.00;13333.00", "size": "102;20", "children": []}]}, {"name": null, "role": "AXRow", "description": null, "role_description": "outline row", "value": null, "position": "0.00;13355.00", "size": "159;23", "children": [{"name": null, "role": "AXTextField", "description": null, "role_description": "text field", "value": "memories.mp3", "position": "41.00;13356.00", "size": "102;20", "children": []}]}, {"name": null, "role": "AXRow", "description": null, "role_description": "outline row", "value": null, "position": "0.00;13378.00", "size": "159;23", "children": [{"name": null, "role": "AXTextField", "description": null, "role_description": "text field", "value": "metadata-edited.tsv", "position": "41.00;13379.00", "size": "102;20", "children": []}]}, {"name": null, "role": "AXRow", "description": null, "role_description": "outline row", "value": null, "position": "0.00;13401.00", "size": "159;23", "children": [{"name": null, "role": "AXTextField", "description": null, "role_description": "text field", "value": "Mica.jpg", "position": "41.00;13402.00", "size": "102;20", "children": []}]}, {"name": null, "role": "AXRow", "description": null, "role_description": "outline row", "value": null, "position": "0.00;13424.00", "size": "159;23", "children": [{"name": null, "role": "AXTextField", "description": null, "role_description": "text field", "value": "Michael_Bronstein.pdf", "position": "41.00;13425.00", "size": "102;20", "children": []}]}, {"name": null, "role": "AXRow", "description": null, "role_description": "outline row", "value": null, "position": "0.00;13447.00", "size": "159;23", "children": [{"name": null, "role": "AXGroup", "description": null, "role_description": "group", "value": null, "position": "10.00;13447.00", "size": "139;23", "children": [{"name": null, "role": "AXDisclosureTriangle", "description": null, "role_description": "disclosure triangle", "value": 0, "position": "28.00;13448.00", "size": "13;20", "children": []}, {"name": null, "role": "AXTextField", "description": null, "role_description": "text field", "value": "mlcourse.ai-main", "position": "41.00;13448.00", "size": "102;20", "children": []}]}]}, {"name": null, "role": "AXRow", "description": null, "role_description": "outline row", "value": null, "position": "0.00;13470.00", "size": "159;23", "children": [{"name": null, "role": "AXTextField", "description": null, "role_description": "text field", "value": "mlcourse.ai-main.zip", "position": "41.00;13471.00", "size": "102;20", "children": []}]}, {"name": null, "role": "AXRow", "description": null, "role_description": "outline row", "value": null, "position": "0.00;13493.00", "size": "159;23", "children": [{"name": null, "role": "AXTextField", "description": null, "role_description": "text field", "value": "mm1.pdf", "position": "41.00;13494.00", "size": "102;20", "children": []}]}, {"name": null, "role": "AXRow", "description": null, "role_description": "outline row", "value": null, "position": "0.00;13516.00", "size": "159;23", "children": [{"name": null, "role": "AXTextField", "description": null, "role_description": "text field", "value": "model-3.pkl", "position": "41.00;13517.00", "size": "102;20", "children": []}]}, {"name": null, "role": "AXRow", "description": null, "role_description": "outline row", "value": null, "position": "0.00;13539.00", "size": "159;23", "children": [{"name": null, "role": "AXTextField", "description": null, "role_description": "text field", "value": "model-vit-small.pkl", "position": "41.00;13540.00", "size": "102;20", "children": []}]}, {"name": null, "role": "AXRow", "description": null, "role_description": "outline row", "value": null, "position": "0.00;13562.00", "size": "159;23", "children": [{"name": null, "role": "AXTextField", "description": null, "role_description": "text field", "value": "model.pkl", "position": "41.00;13563.00", "size": "102;20", "children": []}]}, {"name": null, "role": "AXRow", "description": null, "role_description": "outline row", "value": null, "position": "0.00;13585.00", "size": "159;23", "children": [{"name": null, "role": "AXTextField", "description": null, "role_description": "text field", "value": "Monzo_bank_statement_2023-07-12-2023-07-12_8828.pdf", "position": "41.00;13586.00", "size": "102;20", "children": []}]}, {"name": null, "role": "AXRow", "description": null, "role_description": "outline row", "value": null, "position": "0.00;13608.00", "size": "159;23", "children": [{"name": null, "role": "AXTextField", "description": null, "role_description": "text field", "value": "More-3Blue.jpg", "position": "41.00;13609.00", "size": "102;20", "children": []}]}, {"name": null, "role": "AXRow", "description": null, "role_description": "outline row", "value": null, "position": "0.00;13631.00", "size": "159;23", "children": [{"name": null, "role": "AXTextField", "description": null, "role_description": "text field", "value": "MPHY0041_2023_01_overview.pptx", "position": "41.00;13632.00", "size": "102;20", "children": []}]}, {"name": null, "role": "AXRow", "description": null, "role_description": "outline row", "value": null, "position": "0.00;13654.00", "size": "159;23", "children": [{"name": null, "role": "AXTextField", "description": null, "role_description": "text field", "value": "MRIAversatilemedicalimagingtechnology.pdf", "position": "41.00;13655.00", "size": "102;20", "children": []}]}, {"name": null, "role": "AXRow", "description": null, "role_description": "outline row", "value": null, "position": "0.00;13677.00", "size": "159;23", "children": [{"name": null, "role": "AXTextField", "description": null, "role_description": "text field", "value": "MRIcron_macOS_Universal_X86_ARM.dmg", "position": "41.00;13678.00", "size": "102;20", "children": []}]}, {"name": null, "role": "AXRow", "description": null, "role_description": "outline row", "value": null, "position": "0.00;13700.00", "size": "159;23", "children": [{"name": null, "role": "AXTextField", "description": null, "role_description": "text field", "value": "mrm29642-sup-0009-supinfo.docx", "position": "41.00;13701.00", "size": "102;20", "children": []}]}, {"name": null, "role": "AXRow", "description": null, "role_description": "outline row", "value": null, "position": "0.00;13723.00", "size": "159;23", "children": [{"name": null, "role": "AXTextField", "description": null, "role_description": "text field", "value": "MTEB.png", "position": "41.00;13724.00", "size": "102;20", "children": []}]}, {"name": null, "role": "AXRow", "description": null, "role_description": "outline row", "value": null, "position": "0.00;13746.00", "size": "159;23", "children": [{"name": null, "role": "AXTextField", "description": null, "role_description": "text field", "value": "multserial-pes-patron-vid-dsns-ukrainy-1024x726.jpg", "position": "41.00;13747.00", "size": "102;20", "children": []}]}, {"name": null, "role": "AXRow", "description": null, "role_description": "outline row", "value": null, "position": "0.00;13769.00", "size": "159;23", "children": [{"name": null, "role": "AXTextField", "description": null, "role_description": "text field", "value": "MyTW_Bill_900075774137_01_03_2024-1.pdf", "position": "41.00;13770.00", "size": "102;20", "children": []}]}, {"name": null, "role": "AXRow", "description": null, "role_description": "outline row", "value": null, "position": "0.00;13792.00", "size": "159;23", "children": [{"name": null, "role": "AXTextField", "description": null, "role_description": "text field", "value": "MyTW_Bill_900075774137_01_03_2024.pdf", "position": "41.00;13793.00", "size": "102;20", "children": []}]}, {"name": null, "role": "AXRow", "description": null, "role_description": "outline row", "value": null, "position": "0.00;13815.00", "size": "159;23", "children": [{"name": null, "role": "AXTextField", "description": null, "role_description": "text field", "value": "MyTW_Bill_900075774137_11_09_2023.pdf", "position": "41.00;13816.00", "size": "102;20", "children": []}]}, {"name": null, "role": "AXRow", "description": null, "role_description": "outline row", "value": null, "position": "0.00;13838.00", "size": "159;23", "children": [{"name": null, "role": "AXTextField", "description": null, "role_description": "text field", "value": "MyTW_Bill_900075774137_17_07_2024-1.pdf", "position": "41.00;13839.00", "size": "102;20", "children": []}]}, {"name": null, "role": "AXRow", "description": null, "role_description": "outline row", "value": null, "position": "0.00;13861.00", "size": "159;23", "children": [{"name": null, "role": "AXTextField", "description": null, "role_description": "text field", "value": "MyTW_Bill_900075774137_17_07_2024-2.pdf", "position": "41.00;13862.00", "size": "102;20", "children": []}]}, {"name": null, "role": "AXRow", "description": null, "role_description": "outline row", "value": null, "position": "0.00;13884.00", "size": "159;23", "children": [{"name": null, "role": "AXTextField", "description": null, "role_description": "text field", "value": "MyTW_Bill_900075774137_17_07_2024-3.pdf", "position": "41.00;13885.00", "size": "102;20", "children": []}]}, {"name": null, "role": "AXRow", "description": null, "role_description": "outline row", "value": null, "position": "0.00;13907.00", "size": "159;23", "children": [{"name": null, "role": "AXTextField", "description": null, "role_description": "text field", "value": "MyTW_Bill_900075774137_17_07_2024.pdf", "position": "41.00;13908.00", "size": "102;20", "children": []}]}, {"name": null, "role": "AXRow", "description": null, "role_description": "outline row", "value": null, "position": "0.00;13930.00", "size": "159;23", "children": [{"name": null, "role": "AXTextField", "description": null, "role_description": "text field", "value": "new_queries - new_queries.csv.csv", "position": "41.00;13931.00", "size": "102;20", "children": []}]}, {"name": null, "role": "AXRow", "description": null, "role_description": "outline row", "value": null, "position": "0.00;13953.00", "size": "159;23", "children": [{"name": null, "role": "AXTextField", "description": null, "role_description": "text field", "value": "new_queries - new_queries.csv(1).csv", "position": "41.00;13954.00", "size": "102;20", "children": []}]}, {"name": null, "role": "AXRow", "description": null, "role_description": "outline row", "value": null, "position": "0.00;13976.00", "size": "159;23", "children": [{"name": null, "role": "AXTextField", "description": null, "role_description": "text field", "value": "newplot.png", "position": "41.00;13977.00", "size": "102;20", "children": []}]}, {"name": null, "role": "AXRow", "description": null, "role_description": "outline row", "value": null, "position": "0.00;13999.00", "size": "159;23", "children": [{"name": null, "role": "AXTextField", "description": null, "role_description": "text field", "value": "ngrok", "position": "41.00;14000.00", "size": "102;20", "children": []}]}, {"name": null, "role": "AXRow", "description": null, "role_description": "outline row", "value": null, "position": "0.00;14022.00", "size": "159;23", "children": [{"name": null, "role": "AXTextField", "description": null, "role_description": "text field", "value": "ngrok_recovery_codes.txt", "position": "41.00;14023.00", "size": "102;20", "children": []}]}, {"name": null, "role": "AXRow", "description": null, "role_description": "outline row", "value": null, "position": "0.00;14045.00", "size": "159;23", "children": [{"name": null, "role": "AXTextField", "description": null, "role_description": "text field", "value": "ngrok-v3-stable-darwin-amd64.zip", "position": "41.00;14046.00", "size": "102;20", "children": []}]}, {"name": null, "role": "AXRow", "description": null, "role_description": "outline row", "value": null, "position": "0.00;14068.00", "size": "159;23", "children": [{"name": null, "role": "AXTextField", "description": null, "role_description": "text field", "value": "Notion Calendar 1.117.0 - arm64.dmg", "position": "41.00;14069.00", "size": "102;20", "children": []}]}, {"name": null, "role": "AXRow", "description": null, "role_description": "outline row", "value": null, "position": "0.00;14091.00", "size": "159;23", "children": [{"name": null, "role": "AXTextField", "description": null, "role_description": "text field", "value": "Notion-2.1.23.dmg", "position": "41.00;14092.00", "size": "102;20", "children": []}]}, {"name": null, "role": "AXRow", "description": null, "role_description": "outline row", "value": null, "position": "0.00;14114.00", "size": "159;23", "children": [{"name": null, "role": "AXTextField", "description": null, "role_description": "text field", "value": "Notion-3.0.0-universal.dmg", "position": "41.00;14115.00", "size": "102;20", "children": []}]}, {"name": null, "role": "AXRow", "description": null, "role_description": "outline row", "value": null, "position": "0.00;14137.00", "size": "159;23", "children": [{"name": null, "role": "AXTextField", "description": null, "role_description": "text field", "value": "Noto_Sans_Math.zip", "position": "41.00;14138.00", "size": "102;20", "children": []}]}, {"name": null, "role": "AXRow", "description": null, "role_description": "outline row", "value": null, "position": "0.00;14160.00", "size": "159;23", "children": [{"name": null, "role": "AXGroup", "description": null, "role_description": "group", "value": null, "position": "10.00;14160.00", "size": "139;23", "children": [{"name": null, "role": "AXDisclosureTriangle", "description": null, "role_description": "disclosure triangle", "value": 0, "position": "28.00;14161.00", "size": "13;20", "children": []}, {"name": null, "role": "AXTextField", "description": null, "role_description": "text field", "value": "object_classification_dataset", "position": "41.00;14161.00", "size": "102;20", "children": []}]}]}, {"name": null, "role": "AXRow", "description": null, "role_description": "outline row", "value": null, "position": "0.00;14183.00", "size": "159;23", "children": [{"name": null, "role": "AXTextField", "description": null, "role_description": "text field", "value": "object_classification_dataset.zip", "position": "41.00;14184.00", "size": "102;20", "children": []}]}, {"name": null, "role": "AXRow", "description": null, "role_description": "outline row", "value": null, "position": "0.00;14206.00", "size": "159;23", "children": [{"name": null, "role": "AXTextField", "description": null, "role_description": "text field", "value": "Obsidian-1.6.7.dmg", "position": "41.00;14207.00", "size": "102;20", "children": []}]}, {"name": null, "role": "AXRow", "description": null, "role_description": "outline row", "value": null, "position": "0.00;14229.00", "size": "159;23", "children": [{"name": null, "role": "AXTextField", "description": null, "role_description": "text field", "value": "oleh-arta.jpg", "position": "41.00;14230.00", "size": "102;20", "children": []}]}, {"name": null, "role": "AXRow", "description": null, "role_description": "outline row", "value": null, "position": "0.00;14252.00", "size": "159;23", "children": [{"name": null, "role": "AXTextField", "description": null, "role_description": "text field", "value": "Ollama-darwin.zip", "position": "41.00;14253.00", "size": "102;20", "children": []}]}, {"name": null, "role": "AXRow", "description": null, "role_description": "outline row", "value": null, "position": "0.00;14275.00", "size": "159;23", "children": [{"name": null, "role": "AXGroup", "description": null, "role_description": "group", "value": null, "position": "10.00;14275.00", "size": "139;23", "children": [{"name": null, "role": "AXDisclosureTriangle", "description": null, "role_description": "disclosure triangle", "value": 0, "position": "28.00;14276.00", "size": "13;20", "children": []}, {"name": null, "role": "AXTextField", "description": null, "role_description": "text field", "value": "Ollama.app", "position": "41.00;14276.00", "size": "102;20", "children": []}]}]}, {"name": null, "role": "AXRow", "description": null, "role_description": "outline row", "value": null, "position": "0.00;14298.00", "size": "159;23", "children": [{"name": null, "role": "AXGroup", "description": null, "role_description": "group", "value": null, "position": "10.00;14298.00", "size": "139;23", "children": [{"name": null, "role": "AXDisclosureTriangle", "description": null, "role_description": "disclosure triangle", "value": 0, "position": "28.00;14299.00", "size": "13;20", "children": []}, {"name": null, "role": "AXTextField", "description": null, "role_description": "text field", "value": "OneDrive_1_25-09-2023", "position": "41.00;14299.00", "size": "102;20", "children": []}]}]}, {"name": null, "role": "AXRow", "description": null, "role_description": "outline row", "value": null, "position": "0.00;14321.00", "size": "159;23", "children": [{"name": null, "role": "AXTextField", "description": null, "role_description": "text field", "value": "OneDrive_1_25-09-2023.zip", "position": "41.00;14322.00", "size": "102;20", "children": []}]}, {"name": null, "role": "AXRow", "description": null, "role_description": "outline row", "value": null, "position": "0.00;14344.00", "size": "159;23", "children": [{"name": null, "role": "AXTextField", "description": null, "role_description": "text field", "value": "OneDrive_1_25-09-2023(1).zip", "position": "41.00;14345.00", "size": "102;20", "children": []}]}, {"name": null, "role": "AXRow", "description": null, "role_description": "outline row", "value": null, "position": "0.00;14367.00", "size": "159;23", "children": [{"name": null, "role": "AXTextField", "description": null, "role_description": "text field", "value": "OneDrive_2_25-09-2023.zip", "position": "41.00;14368.00", "size": "102;20", "children": []}]}, {"name": null, "role": "AXRow", "description": null, "role_description": "outline row", "value": null, "position": "0.00;14390.00", "size": "159;23", "children": [{"name": null, "role": "AXTextField", "description": null, "role_description": "text field", "value": "online.png", "position": "41.00;14391.00", "size": "102;20", "children": []}]}, {"name": null, "role": "AXRow", "description": null, "role_description": "outline row", "value": null, "position": "0.00;14413.00", "size": "159;23", "children": [{"name": null, "role": "AXTextField", "description": null, "role_description": "text field", "value": "online(1).png", "position": "41.00;14414.00", "size": "102;20", "children": []}]}, {"name": null, "role": "AXRow", "description": null, "role_description": "outline row", "value": null, "position": "0.00;14436.00", "size": "159;23", "children": [{"name": null, "role": "AXTextField", "description": null, "role_description": "text field", "value": "online(2).png", "position": "41.00;14437.00", "size": "102;20", "children": []}]}, {"name": null, "role": "AXRow", "description": null, "role_description": "outline row", "value": null, "position": "0.00;14459.00", "size": "159;23", "children": [{"name": null, "role": "AXTextField", "description": null, "role_description": "text field", "value": "online(3).png", "position": "41.00;14460.00", "size": "102;20", "children": []}]}, {"name": null, "role": "AXRow", "description": null, "role_description": "outline row", "value": null, "position": "0.00;14482.00", "size": "159;23", "children": [{"name": null, "role": "AXTextField", "description": null, "role_description": "text field", "value": "online(4).png", "position": "41.00;14483.00", "size": "102;20", "children": []}]}, {"name": null, "role": "AXRow", "description": null, "role_description": "outline row", "value": null, "position": "0.00;14505.00", "size": "159;23", "children": [{"name": null, "role": "AXTextField", "description": null, "role_description": "text field", "value": "online(5).png", "position": "41.00;14506.00", "size": "102;20", "children": []}]}, {"name": null, "role": "AXRow", "description": null, "role_description": "outline row", "value": null, "position": "0.00;14528.00", "size": "159;23", "children": [{"name": null, "role": "AXTextField", "description": null, "role_description": "text field", "value": "orientalni-mifologichni-traditsiyi-u-tvorchosti-lesi-ukrayinki.pdf", "position": "41.00;14529.00", "size": "102;20", "children": []}]}, {"name": null, "role": "AXRow", "description": null, "role_description": "outline row", "value": null, "position": "0.00;14551.00", "size": "159;23", "children": [{"name": null, "role": "AXTextField", "description": null, "role_description": "text field", "value": "osney_reservation_2.pdf", "position": "41.00;14552.00", "size": "102;20", "children": []}]}, {"name": null, "role": "AXRow", "description": null, "role_description": "outline row", "value": null, "position": "0.00;14574.00", "size": "159;23", "children": [{"name": null, "role": "AXTextField", "description": null, "role_description": "text field", "value": "osney_reservation.pdf", "position": "41.00;14575.00", "size": "102;20", "children": []}]}, {"name": null, "role": "AXRow", "description": null, "role_description": "outline row", "value": null, "position": "0.00;14597.00", "size": "159;23", "children": [{"name": null, "role": "AXTextField", "description": null, "role_description": "text field", "value": "palm-e-teaser.mp4", "position": "41.00;14598.00", "size": "102;20", "children": []}]}, {"name": null, "role": "AXRow", "description": null, "role_description": "outline row", "value": null, "position": "0.00;14620.00", "size": "159;23", "children": [{"name": null, "role": "AXTextField", "description": null, "role_description": "text field", "value": "pandas.jpg", "position": "41.00;14621.00", "size": "102;20", "children": []}]}, {"name": null, "role": "AXRow", "description": null, "role_description": "outline row", "value": null, "position": "0.00;14643.00", "size": "159;23", "children": [{"name": null, "role": "AXTextField", "description": null, "role_description": "text field", "value": "parcel_7_1_mortarmen.png", "position": "41.00;14644.00", "size": "102;20", "children": []}]}, {"name": null, "role": "AXRow", "description": null, "role_description": "outline row", "value": null, "position": "0.00;14666.00", "size": "159;23", "children": [{"name": null, "role": "AXTextField", "description": null, "role_description": "text field", "value": "participants_98179224178.csv", "position": "41.00;14667.00", "size": "102;20", "children": []}]}, {"name": null, "role": "AXRow", "description": null, "role_description": "outline row", "value": null, "position": "0.00;14689.00", "size": "159;23", "children": [{"name": null, "role": "AXTextField", "description": null, "role_description": "text field", "value": "PathTracer.uclcg", "position": "41.00;14690.00", "size": "102;20", "children": []}]}, {"name": null, "role": "AXRow", "description": null, "role_description": "outline row", "value": null, "position": "0.00;14712.00", "size": "159;23", "children": [{"name": null, "role": "AXTextField", "description": null, "role_description": "text field", "value": "Patron_in_Ohmatdyt,_28_April_2022_(04).jpg", "position": "41.00;14713.00", "size": "102;20", "children": []}]}, {"name": null, "role": "AXRow", "description": null, "role_description": "outline row", "value": null, "position": "0.00;14735.00", "size": "159;23", "children": [{"name": null, "role": "AXTextField", "description": null, "role_description": "text field", "value": "pb_3591705405(2).jks", "position": "41.00;14736.00", "size": "102;20", "children": []}]}, {"name": null, "role": "AXRow", "description": null, "role_description": "outline row", "value": null, "position": "0.00;14758.00", "size": "159;23", "children": [{"name": null, "role": "AXTextField", "description": null, "role_description": "text field", "value": "pdf_cv_1rncdudug47b.pdf", "position": "41.00;14759.00", "size": "102;20", "children": []}]}, {"name": null, "role": "AXRow", "description": null, "role_description": "outline row", "value": null, "position": "0.00;14781.00", "size": "159;23", "children": [{"name": null, "role": "AXTextField", "description": null, "role_description": "text field", "value": "pdf_cv_cpealpcg4kty.pdf", "position": "41.00;14782.00", "size": "102;20", "children": []}]}, {"name": null, "role": "AXRow", "description": null, "role_description": "outline row", "value": null, "position": "0.00;14804.00", "size": "159;23", "children": [{"name": null, "role": "AXTextField", "description": null, "role_description": "text field", "value": "pdf_cv_g4e1ghm4m8g5.pdf", "position": "41.00;14805.00", "size": "102;20", "children": []}]}, {"name": null, "role": "AXRow", "description": null, "role_description": "outline row", "value": null, "position": "0.00;14827.00", "size": "159;23", "children": [{"name": null, "role": "AXTextField", "description": null, "role_description": "text field", "value": "pdf_cv_kkt2lhl5vtew-1.pdf", "position": "41.00;14828.00", "size": "102;20", "children": []}]}, {"name": null, "role": "AXRow", "description": null, "role_description": "outline row", "value": null, "position": "0.00;14850.00", "size": "159;23", "children": [{"name": null, "role": "AXTextField", "description": null, "role_description": "text field", "value": "pdf_cv_kkt2lhl5vtew.pdf", "position": "41.00;14851.00", "size": "102;20", "children": []}]}, {"name": null, "role": "AXRow", "description": null, "role_description": "outline row", "value": null, "position": "0.00;14873.00", "size": "159;23", "children": [{"name": null, "role": "AXGroup", "description": null, "role_description": "group", "value": null, "position": "10.00;14873.00", "size": "139;23", "children": [{"name": null, "role": "AXDisclosureTriangle", "description": null, "role_description": "disclosure triangle", "value": 0, "position": "28.00;14874.00", "size": "13;20", "children": []}, {"name": null, "role": "AXTextField", "description": null, "role_description": "text field", "value": "PesPython", "position": "41.00;14874.00", "size": "102;20", "children": []}]}]}, {"name": null, "role": "AXRow", "description": null, "role_description": "outline row", "value": null, "position": "0.00;14896.00", "size": "159;23", "children": [{"name": null, "role": "AXTextField", "description": null, "role_description": "text field", "value": "photo_2022-07-20_20-14-10.jpg", "position": "41.00;14897.00", "size": "102;20", "children": []}]}, {"name": null, "role": "AXRow", "description": null, "role_description": "outline row", "value": null, "position": "0.00;14919.00", "size": "159;23", "children": [{"name": null, "role": "AXTextField", "description": null, "role_description": "text field", "value": "photo_2022-08-01_17-28-12.jpg", "position": "41.00;14920.00", "size": "102;20", "children": []}]}, {"name": null, "role": "AXRow", "description": null, "role_description": "outline row", "value": null, "position": "0.00;14942.00", "size": "159;23", "children": [{"name": null, "role": "AXTextField", "description": null, "role_description": "text field", "value": "photo_2023-08-02_11-56-14-2.png", "position": "41.00;14943.00", "size": "102;20", "children": []}]}, {"name": null, "role": "AXRow", "description": null, "role_description": "outline row", "value": null, "position": "0.00;14965.00", "size": "159;23", "children": [{"name": null, "role": "AXTextField", "description": null, "role_description": "text field", "value": "photo_2023-09-17 19.35.26.jpeg", "position": "41.00;14966.00", "size": "102;20", "children": []}]}, {"name": null, "role": "AXRow", "description": null, "role_description": "outline row", "value": null, "position": "0.00;14988.00", "size": "159;23", "children": [{"name": null, "role": "AXTextField", "description": null, "role_description": "text field", "value": "photo_2023-09-24 19.15.54.jpeg", "position": "41.00;14989.00", "size": "102;20", "children": []}]}, {"name": null, "role": "AXRow", "description": null, "role_description": "outline row", "value": null, "position": "0.00;15011.00", "size": "159;23", "children": [{"name": null, "role": "AXTextField", "description": null, "role_description": "text field", "value": "photo_2023-10-02_14-53-48.jpg", "position": "41.00;15012.00", "size": "102;20", "children": []}]}, {"name": null, "role": "AXRow", "description": null, "role_description": "outline row", "value": null, "position": "0.00;15034.00", "size": "159;23", "children": [{"name": null, "role": "AXTextField", "description": null, "role_description": "text field", "value": "photo_2023-10-04_17-39-09.jpg", "position": "41.00;15035.00", "size": "102;20", "children": []}]}, {"name": null, "role": "AXRow", "description": null, "role_description": "outline row", "value": null, "position": "0.00;15057.00", "size": "159;23", "children": [{"name": null, "role": "AXTextField", "description": null, "role_description": "text field", "value": "photo_2023-10-30_13-32-46.jpg", "position": "41.00;15058.00", "size": "102;20", "children": []}]}, {"name": null, "role": "AXRow", "description": null, "role_description": "outline row", "value": null, "position": "0.00;15080.00", "size": "159;23", "children": [{"name": null, "role": "AXTextField", "description": null, "role_description": "text field", "value": "photo_2023-11-09 11.08.46.jpeg", "position": "41.00;15081.00", "size": "102;20", "children": []}]}, {"name": null, "role": "AXRow", "description": null, "role_description": "outline row", "value": null, "position": "0.00;15103.00", "size": "159;23", "children": [{"name": null, "role": "AXTextField", "description": null, "role_description": "text field", "value": "photo_2023-11-09 11.22.22.jpeg", "position": "41.00;15104.00", "size": "102;20", "children": []}]}, {"name": null, "role": "AXRow", "description": null, "role_description": "outline row", "value": null, "position": "0.00;15126.00", "size": "159;23", "children": [{"name": null, "role": "AXTextField", "description": null, "role_description": "text field", "value": "photo_2023-11-24 14.53.01.jpeg", "position": "41.00;15127.00", "size": "102;20", "children": []}]}, {"name": null, "role": "AXRow", "description": null, "role_description": "outline row", "value": null, "position": "0.00;15149.00", "size": "159;23", "children": [{"name": null, "role": "AXTextField", "description": null, "role_description": "text field", "value": "photo_2023-11-25 15.54.15.jpeg", "position": "41.00;15150.00", "size": "102;20", "children": []}]}, {"name": null, "role": "AXRow", "description": null, "role_description": "outline row", "value": null, "position": "0.00;15172.00", "size": "159;23", "children": [{"name": null, "role": "AXTextField", "description": null, "role_description": "text field", "value": "photo_2023-11-25 15.54.17.jpeg", "position": "41.00;15173.00", "size": "102;20", "children": []}]}, {"name": null, "role": "AXRow", "description": null, "role_description": "outline row", "value": null, "position": "0.00;15195.00", "size": "159;23", "children": [{"name": null, "role": "AXTextField", "description": null, "role_description": "text field", "value": "photo_2023-11-25 15.54.18.jpeg", "position": "41.00;15196.00", "size": "102;20", "children": []}]}, {"name": null, "role": "AXRow", "description": null, "role_description": "outline row", "value": null, "position": "0.00;15218.00", "size": "159;23", "children": [{"name": null, "role": "AXTextField", "description": null, "role_description": "text field", "value": "photo_2023-11-25 15.54.19.jpeg", "position": "41.00;15219.00", "size": "102;20", "children": []}]}, {"name": null, "role": "AXRow", "description": null, "role_description": "outline row", "value": null, "position": "0.00;15241.00", "size": "159;23", "children": [{"name": null, "role": "AXTextField", "description": null, "role_description": "text field", "value": "photo_2023-11-25 15.54.20 (1).jpeg", "position": "41.00;15242.00", "size": "102;20", "children": []}]}, {"name": null, "role": "AXRow", "description": null, "role_description": "outline row", "value": null, "position": "0.00;15264.00", "size": "159;23", "children": [{"name": null, "role": "AXTextField", "description": null, "role_description": "text field", "value": "photo_2023-11-25 15.54.20.jpeg", "position": "41.00;15265.00", "size": "102;20", "children": []}]}, {"name": null, "role": "AXRow", "description": null, "role_description": "outline row", "value": null, "position": "0.00;15287.00", "size": "159;23", "children": [{"name": null, "role": "AXTextField", "description": null, "role_description": "text field", "value": "photo_2023-11-25 15.54.21.jpeg", "position": "41.00;15288.00", "size": "102;20", "children": []}]}, {"name": null, "role": "AXRow", "description": null, "role_description": "outline row", "value": null, "position": "0.00;15310.00", "size": "159;23", "children": [{"name": null, "role": "AXTextField", "description": null, "role_description": "text field", "value": "photo_2023-11-25 15.54.22 (1).jpeg", "position": "41.00;15311.00", "size": "102;20", "children": []}]}, {"name": null, "role": "AXRow", "description": null, "role_description": "outline row", "value": null, "position": "0.00;15333.00", "size": "159;23", "children": [{"name": null, "role": "AXTextField", "description": null, "role_description": "text field", "value": "photo_2023-11-25 15.54.22.jpeg", "position": "41.00;15334.00", "size": "102;20", "children": []}]}, {"name": null, "role": "AXRow", "description": null, "role_description": "outline row", "value": null, "position": "0.00;15356.00", "size": "159;23", "children": [{"name": null, "role": "AXTextField", "description": null, "role_description": "text field", "value": "photo_2023-11-25 15.54.23.jpeg", "position": "41.00;15357.00", "size": "102;20", "children": []}]}, {"name": null, "role": "AXRow", "description": null, "role_description": "outline row", "value": null, "position": "0.00;15379.00", "size": "159;23", "children": [{"name": null, "role": "AXTextField", "description": null, "role_description": "text field", "value": "photo_2023-11-30 23.08.55.jpeg", "position": "41.00;15380.00", "size": "102;20", "children": []}]}, {"name": null, "role": "AXRow", "description": null, "role_description": "outline row", "value": null, "position": "0.00;15402.00", "size": "159;23", "children": [{"name": null, "role": "AXTextField", "description": null, "role_description": "text field", "value": "photo_2023-11-30 23.10.15.jpeg", "position": "41.00;15403.00", "size": "102;20", "children": []}]}, {"name": null, "role": "AXRow", "description": null, "role_description": "outline row", "value": null, "position": "0.00;15425.00", "size": "159;23", "children": [{"name": null, "role": "AXTextField", "description": null, "role_description": "text field", "value": "photo_2024-01-03_17-27-11.jpg", "position": "41.00;15426.00", "size": "102;20", "children": []}]}, {"name": null, "role": "AXRow", "description": null, "role_description": "outline row", "value": null, "position": "0.00;15448.00", "size": "159;23", "children": [{"name": null, "role": "AXTextField", "description": null, "role_description": "text field", "value": "photo_2024-01-05_11-13-17.jpg", "position": "41.00;15449.00", "size": "102;20", "children": []}]}, {"name": null, "role": "AXRow", "description": null, "role_description": "outline row", "value": null, "position": "0.00;15471.00", "size": "159;23", "children": [{"name": null, "role": "AXTextField", "description": null, "role_description": "text field", "value": "photo_2024-01-05_11-14-43.jpg", "position": "41.00;15472.00", "size": "102;20", "children": []}]}, {"name": null, "role": "AXRow", "description": null, "role_description": "outline row", "value": null, "position": "0.00;15494.00", "size": "159;23", "children": [{"name": null, "role": "AXTextField", "description": null, "role_description": "text field", "value": "photo_2024-01-05_11-16-08.jpg", "position": "41.00;15495.00", "size": "102;20", "children": []}]}, {"name": null, "role": "AXRow", "description": null, "role_description": "outline row", "value": null, "position": "0.00;15517.00", "size": "159;23", "children": [{"name": null, "role": "AXTextField", "description": null, "role_description": "text field", "value": "photo_2024-01-05_11-16-27.jpg", "position": "41.00;15518.00", "size": "102;20", "children": []}]}, {"name": null, "role": "AXRow", "description": null, "role_description": "outline row", "value": null, "position": "0.00;15540.00", "size": "159;23", "children": [{"name": null, "role": "AXTextField", "description": null, "role_description": "text field", "value": "photo_2024-01-15_13-40-10.jpg", "position": "41.00;15541.00", "size": "102;20", "children": []}]}, {"name": null, "role": "AXRow", "description": null, "role_description": "outline row", "value": null, "position": "0.00;15563.00", "size": "159;23", "children": [{"name": null, "role": "AXTextField", "description": null, "role_description": "text field", "value": "photo_2024-01-15_13-53-37.jpg", "position": "41.00;15564.00", "size": "102;20", "children": []}]}, {"name": null, "role": "AXRow", "description": null, "role_description": "outline row", "value": null, "position": "0.00;15586.00", "size": "159;23", "children": [{"name": null, "role": "AXTextField", "description": null, "role_description": "text field", "value": "photo_2024-01-15_13-58-31.jpg", "position": "41.00;15587.00", "size": "102;20", "children": []}]}, {"name": null, "role": "AXRow", "description": null, "role_description": "outline row", "value": null, "position": "0.00;15609.00", "size": "159;23", "children": [{"name": null, "role": "AXTextField", "description": null, "role_description": "text field", "value": "photo_2024-01-15_13-59-40.jpg", "position": "41.00;15610.00", "size": "102;20", "children": []}]}, {"name": null, "role": "AXRow", "description": null, "role_description": "outline row", "value": null, "position": "0.00;15632.00", "size": "159;23", "children": [{"name": null, "role": "AXTextField", "description": null, "role_description": "text field", "value": "photo_2024-02-09_10-53-49.jpg", "position": "41.00;15633.00", "size": "102;20", "children": []}]}, {"name": null, "role": "AXRow", "description": null, "role_description": "outline row", "value": null, "position": "0.00;15655.00", "size": "159;23", "children": [{"name": null, "role": "AXTextField", "description": null, "role_description": "text field", "value": "photo_2024-02-13_17-25-05.jpg", "position": "41.00;15656.00", "size": "102;20", "children": []}]}, {"name": null, "role": "AXRow", "description": null, "role_description": "outline row", "value": null, "position": "0.00;15678.00", "size": "159;23", "children": [{"name": null, "role": "AXTextField", "description": null, "role_description": "text field", "value": "photo_2024-05-08_15-01-02.jpg", "position": "41.00;15679.00", "size": "102;20", "children": []}]}, {"name": null, "role": "AXRow", "description": null, "role_description": "outline row", "value": null, "position": "0.00;15701.00", "size": "159;23", "children": [{"name": null, "role": "AXTextField", "description": null, "role_description": "text field", "value": "photo_2024-05-20_12-21-27.jpg", "position": "41.00;15702.00", "size": "102;20", "children": []}]}, {"name": null, "role": "AXRow", "description": null, "role_description": "outline row", "value": null, "position": "0.00;15724.00", "size": "159;23", "children": [{"name": null, "role": "AXTextField", "description": null, "role_description": "text field", "value": "photo_2024-07-04_20-27-07.jpg", "position": "41.00;15725.00", "size": "102;20", "children": []}]}, {"name": null, "role": "AXRow", "description": null, "role_description": "outline row", "value": null, "position": "0.00;15747.00", "size": "159;23", "children": [{"name": null, "role": "AXTextField", "description": null, "role_description": "text field", "value": "photo_2024-07-10_21-54-53.jpg", "position": "41.00;15748.00", "size": "102;20", "children": []}]}, {"name": null, "role": "AXRow", "description": null, "role_description": "outline row", "value": null, "position": "0.00;15770.00", "size": "159;23", "children": [{"name": null, "role": "AXTextField", "description": null, "role_description": "text field", "value": "photo_2024-07-18_11-05-19.jpg", "position": "41.00;15771.00", "size": "102;20", "children": []}]}, {"name": null, "role": "AXRow", "description": null, "role_description": "outline row", "value": null, "position": "0.00;15793.00", "size": "159;23", "children": [{"name": null, "role": "AXTextField", "description": null, "role_description": "text field", "value": "photo_2024-08-05_21-42-29.jpg", "position": "41.00;15794.00", "size": "102;20", "children": []}]}, {"name": null, "role": "AXRow", "description": null, "role_description": "outline row", "value": null, "position": "0.00;15816.00", "size": "159;23", "children": [{"name": null, "role": "AXTextField", "description": null, "role_description": "text field", "value": "photo_camera_39dp_314D1C_FILL0_wght400_GRAD0_opsz40.png", "position": "41.00;15817.00", "size": "102;20", "children": []}]}, {"name": null, "role": "AXRow", "description": null, "role_description": "outline row", "value": null, "position": "0.00;15839.00", "size": "159;23", "children": [{"name": null, "role": "AXTextField", "description": null, "role_description": "text field", "value": "photo_camera_39dp_314D1C_FILL0_wght400_GRAD0_opsz40.svg", "position": "41.00;15840.00", "size": "102;20", "children": []}]}, {"name": null, "role": "AXRow", "description": null, "role_description": "outline row", "value": null, "position": "0.00;15862.00", "size": "159;23", "children": [{"name": null, "role": "AXTextField", "description": null, "role_description": "text field", "value": "photo_camera_39dp_314D1C_FILL0_wght400_GRAD0_opsz40(1).png", "position": "41.00;15863.00", "size": "102;20", "children": []}]}, {"name": null, "role": "AXRow", "description": null, "role_description": "outline row", "value": null, "position": "0.00;15885.00", "size": "159;23", "children": [{"name": null, "role": "AXTextField", "description": null, "role_description": "text field", "value": "photo.png", "position": "41.00;15886.00", "size": "102;20", "children": []}]}, {"name": null, "role": "AXRow", "description": null, "role_description": "outline row", "value": null, "position": "0.00;15908.00", "size": "159;23", "children": [{"name": null, "role": "AXTextField", "description": null, "role_description": "text field", "value": "photo(1).png", "position": "41.00;15909.00", "size": "102;20", "children": []}]}, {"name": null, "role": "AXRow", "description": null, "role_description": "outline row", "value": null, "position": "0.00;15931.00", "size": "159;23", "children": [{"name": null, "role": "AXTextField", "description": null, "role_description": "text field", "value": "photo(2).png", "position": "41.00;15932.00", "size": "102;20", "children": []}]}, {"name": null, "role": "AXRow", "description": null, "role_description": "outline row", "value": null, "position": "0.00;15954.00", "size": "159;23", "children": [{"name": null, "role": "AXTextField", "description": null, "role_description": "text field", "value": "photo(3).png", "position": "41.00;15955.00", "size": "102;20", "children": []}]}, {"name": null, "role": "AXRow", "description": null, "role_description": "outline row", "value": null, "position": "0.00;15977.00", "size": "159;23", "children": [{"name": null, "role": "AXTextField", "description": null, "role_description": "text field", "value": "photos_400k.parquet", "position": "41.00;15978.00", "size": "102;20", "children": []}]}, {"name": null, "role": "AXRow", "description": null, "role_description": "outline row", "value": null, "position": "0.00;16000.00", "size": "159;23", "children": [{"name": null, "role": "AXTextField", "description": null, "role_description": "text field", "value": "pipeline.ipynb", "position": "41.00;16001.00", "size": "102;20", "children": []}]}, {"name": null, "role": "AXRow", "description": null, "role_description": "outline row", "value": null, "position": "0.00;16023.00", "size": "159;23", "children": [{"name": null, "role": "AXTextField", "description": null, "role_description": "text field", "value": "pipeline(1).ipynb", "position": "41.00;16024.00", "size": "102;20", "children": []}]}, {"name": null, "role": "AXRow", "description": null, "role_description": "outline row", "value": null, "position": "0.00;16046.00", "size": "159;23", "children": [{"name": null, "role": "AXGroup", "description": null, "role_description": "group", "value": null, "position": "10.00;16046.00", "size": "139;23", "children": [{"name": null, "role": "AXDisclosureTriangle", "description": null, "role_description": "disclosure triangle", "value": 0, "position": "28.00;16047.00", "size": "13;20", "children": []}, {"name": null, "role": "AXTextField", "description": null, "role_description": "text field", "value": "png_20230717-162825", "position": "41.00;16047.00", "size": "102;20", "children": []}]}]}, {"name": null, "role": "AXRow", "description": null, "role_description": "outline row", "value": null, "position": "0.00;16069.00", "size": "159;23", "children": [{"name": null, "role": "AXTextField", "description": null, "role_description": "text field", "value": "png_20230717-162825.zip", "position": "41.00;16070.00", "size": "102;20", "children": []}]}, {"name": null, "role": "AXRow", "description": null, "role_description": "outline row", "value": null, "position": "0.00;16092.00", "size": "159;23", "children": [{"name": null, "role": "AXTextField", "description": null, "role_description": "text field", "value": "Pocket Beer Guide Part 2_ HerestoBeer.jpg", "position": "41.00;16093.00", "size": "102;20", "children": []}]}, {"name": null, "role": "AXRow", "description": null, "role_description": "outline row", "value": null, "position": "0.00;16115.00", "size": "159;23", "children": [{"name": null, "role": "AXTextField", "description": null, "role_description": "text field", "value": "post_images.zip", "position": "41.00;16116.00", "size": "102;20", "children": []}]}, {"name": null, "role": "AXRow", "description": null, "role_description": "outline row", "value": null, "position": "0.00;16138.00", "size": "159;23", "children": [{"name": null, "role": "AXTextField", "description": null, "role_description": "text field", "value": "Poster.pdf", "position": "41.00;16139.00", "size": "102;20", "children": []}]}, {"name": null, "role": "AXRow", "description": null, "role_description": "outline row", "value": null, "position": "0.00;16161.00", "size": "159;23", "children": [{"name": null, "role": "AXTextField", "description": null, "role_description": "text field", "value": "Practical_1.zip", "position": "41.00;16162.00", "size": "102;20", "children": []}]}, {"name": null, "role": "AXRow", "description": null, "role_description": "outline row", "value": null, "position": "0.00;16184.00", "size": "159;23", "children": [{"name": null, "role": "AXTextField", "description": null, "role_description": "text field", "value": "Practical_2.zip", "position": "41.00;16185.00", "size": "102;20", "children": []}]}, {"name": null, "role": "AXRow", "description": null, "role_description": "outline row", "value": null, "position": "0.00;16207.00", "size": "159;23", "children": [{"name": null, "role": "AXTextField", "description": null, "role_description": "text field", "value": "Practical_3.zip", "position": "41.00;16208.00", "size": "102;20", "children": []}]}, {"name": null, "role": "AXRow", "description": null, "role_description": "outline row", "value": null, "position": "0.00;16230.00", "size": "159;23", "children": [{"name": null, "role": "AXTextField", "description": null, "role_description": "text field", "value": "Practical_4.zip", "position": "41.00;16231.00", "size": "102;20", "children": []}]}, {"name": null, "role": "AXRow", "description": null, "role_description": "outline row", "value": null, "position": "0.00;16253.00", "size": "159;23", "children": [{"name": null, "role": "AXTextField", "description": null, "role_description": "text field", "value": "Practical_5.zip", "position": "41.00;16254.00", "size": "102;20", "children": []}]}, {"name": null, "role": "AXRow", "description": null, "role_description": "outline row", "value": null, "position": "0.00;16276.00", "size": "159;23", "children": [{"name": null, "role": "AXTextField", "description": null, "role_description": "text field", "value": "Practical_6.zip", "position": "41.00;16277.00", "size": "102;20", "children": []}]}, {"name": null, "role": "AXRow", "description": null, "role_description": "outline row", "value": null, "position": "0.00;16299.00", "size": "159;23", "children": [{"name": null, "role": "AXTextField", "description": null, "role_description": "text field", "value": "Practical_7.zip", "position": "41.00;16300.00", "size": "102;20", "children": []}]}, {"name": null, "role": "AXRow", "description": null, "role_description": "outline row", "value": null, "position": "0.00;16322.00", "size": "159;23", "children": [{"name": null, "role": "AXTextField", "description": null, "role_description": "text field", "value": "Practical_8.zip", "position": "41.00;16323.00", "size": "102;20", "children": []}]}, {"name": null, "role": "AXRow", "description": null, "role_description": "outline row", "value": null, "position": "0.00;16345.00", "size": "159;23", "children": [{"name": null, "role": "AXTextField", "description": null, "role_description": "text field", "value": "Practical_9.zip", "position": "41.00;16346.00", "size": "102;20", "children": []}]}, {"name": null, "role": "AXRow", "description": null, "role_description": "outline row", "value": null, "position": "0.00;16368.00", "size": "159;23", "children": [{"name": null, "role": "AXTextField", "description": null, "role_description": "text field", "value": "prediction_xy_237_29910283f963452745dc.gif", "position": "41.00;16369.00", "size": "102;20", "children": []}]}, {"name": null, "role": "AXRow", "description": null, "role_description": "outline row", "value": null, "position": "0.00;16391.00", "size": "159;23", "children": [{"name": null, "role": "AXTextField", "description": null, "role_description": "text field", "value": "prediction_xy_9046_c563a2a0a404d801c68b.gif", "position": "41.00;16392.00", "size": "102;20", "children": []}]}, {"name": null, "role": "AXRow", "description": null, "role_description": "outline row", "value": null, "position": "0.00;16414.00", "size": "159;23", "children": [{"name": null, "role": "AXTextField", "description": null, "role_description": "text field", "value": "prediction_xy_47396_818297f78b297e8d5ad9.gif", "position": "41.00;16415.00", "size": "102;20", "children": []}]}, {"name": null, "role": "AXRow", "description": null, "role_description": "outline row", "value": null, "position": "0.00;16437.00", "size": "159;23", "children": [{"name": null, "role": "AXTextField", "description": null, "role_description": "text field", "value": "prediction_yz_19077_437b6483b734fc472b9e.gif", "position": "41.00;16438.00", "size": "102;20", "children": []}]}, {"name": null, "role": "AXRow", "description": null, "role_description": "outline row", "value": null, "position": "0.00;16460.00", "size": "159;23", "children": [{"name": null, "role": "AXTextField", "description": null, "role_description": "text field", "value": "Products - AVG Cleaner for Mac.csv", "position": "41.00;16461.00", "size": "102;20", "children": []}]}, {"name": null, "role": "AXRow", "description": null, "role_description": "outline row", "value": null, "position": "0.00;16483.00", "size": "159;23", "children": [{"name": null, "role": "AXTextField", "description": null, "role_description": "text field", "value": "Products - CCleaner.csv", "position": "41.00;16484.00", "size": "102;20", "children": []}]}, {"name": null, "role": "AXRow", "description": null, "role_description": "outline row", "value": null, "position": "0.00;16506.00", "size": "159;23", "children": [{"name": null, "role": "AXTextField", "description": null, "role_description": "text field", "value": "Products - DaisyDisk.csv", "position": "41.00;16507.00", "size": "102;20", "children": []}]}, {"name": null, "role": "AXRow", "description": null, "role_description": "outline row", "value": null, "position": "0.00;16529.00", "size": "159;23", "children": [{"name": null, "role": "AXTextField", "description": null, "role_description": "text field", "value": "Products - Disk Clean Pro.csv", "position": "41.00;16530.00", "size": "102;20", "children": []}]}, {"name": null, "role": "AXRow", "description": null, "role_description": "outline row", "value": null, "position": "0.00;16552.00", "size": "159;23", "children": [{"name": null, "role": "AXTextField", "description": null, "role_description": "text field", "value": "Products - Disk Drill.csv", "position": "41.00;16553.00", "size": "102;20", "children": []}]}, {"name": null, "role": "AXRow", "description": null, "role_description": "outline row", "value": null, "position": "0.00;16575.00", "size": "159;23", "children": [{"name": null, "role": "AXTextField", "description": null, "role_description": "text field", "value": "Products - MacBooster.csv", "position": "41.00;16576.00", "size": "102;20", "children": []}]}, {"name": null, "role": "AXRow", "description": null, "role_description": "outline row", "value": null, "position": "0.00;16598.00", "size": "159;23", "children": [{"name": null, "role": "AXTextField", "description": null, "role_description": "text field", "value": "Products - Maccleaner pro.csv", "position": "41.00;16599.00", "size": "102;20", "children": []}]}, {"name": null, "role": "AXRow", "description": null, "role_description": "outline row", "value": null, "position": "0.00;16621.00", "size": "159;23", "children": [{"name": null, "role": "AXTextField", "description": null, "role_description": "text field", "value": "Products - MacKeeper.csv", "position": "41.00;16622.00", "size": "102;20", "children": []}]}, {"name": null, "role": "AXRow", "description": null, "role_description": "outline row", "value": null, "position": "0.00;16644.00", "size": "159;23", "children": [{"name": null, "role": "AXTextField", "description": null, "role_description": "text field", "value": "Products - Malwarebytes.csv", "position": "41.00;16645.00", "size": "102;20", "children": []}]}, {"name": null, "role": "AXRow", "description": null, "role_description": "outline row", "value": null, "position": "0.00;16667.00", "size": "159;23", "children": [{"name": null, "role": "AXTextField", "description": null, "role_description": "text field", "value": "Products - Segmentation of search queries CMM competitors - cleanmymac.com.csv", "position": "41.00;16668.00", "size": "102;20", "children": []}]}, {"name": null, "role": "AXRow", "description": null, "role_description": "outline row", "value": null, "position": "0.00;16690.00", "size": "159;23", "children": [{"name": null, "role": "AXTextField", "description": null, "role_description": "text field", "value": "Products - Segmentation of search queries CMM competitors - [company].com-cleanmymac.csv", "position": "41.00;16691.00", "size": "102;20", "children": []}]}, {"name": null, "role": "AXRow", "description": null, "role_description": "outline row", "value": null, "position": "0.00;16713.00", "size": "159;23", "children": [{"name": null, "role": "AXTextField", "description": null, "role_description": "text field", "value": "Projects Summary 2023.xlsx", "position": "41.00;16714.00", "size": "102;20", "children": []}]}, {"name": null, "role": "AXRow", "description": null, "role_description": "outline row", "value": null, "position": "0.00;16736.00", "size": "159;23", "children": [{"name": null, "role": "AXTextField", "description": null, "role_description": "text field", "value": "prompts_final.json", "position": "41.00;16737.00", "size": "102;20", "children": []}]}, {"name": null, "role": "AXRow", "description": null, "role_description": "outline row", "value": null, "position": "0.00;16759.00", "size": "159;23", "children": [{"name": null, "role": "AXTextField", "description": null, "role_description": "text field", "value": "PXL_20231207_190346247.NIGHT.jpg", "position": "41.00;16760.00", "size": "102;20", "children": []}]}, {"name": null, "role": "AXRow", "description": null, "role_description": "outline row", "value": null, "position": "0.00;16782.00", "size": "159;23", "children": [{"name": null, "role": "AXTextField", "description": null, "role_description": "text field", "value": "PXL_20231207_190350935.NIGHT.jpg", "position": "41.00;16783.00", "size": "102;20", "children": []}]}, {"name": null, "role": "AXRow", "description": null, "role_description": "outline row", "value": null, "position": "0.00;16805.00", "size": "159;23", "children": [{"name": null, "role": "AXTextField", "description": null, "role_description": "text field", "value": "qr2.png", "position": "41.00;16806.00", "size": "102;20", "children": []}]}, {"name": null, "role": "AXRow", "description": null, "role_description": "outline row", "value": null, "position": "0.00;16828.00", "size": "159;23", "children": [{"name": null, "role": "AXTextField", "description": null, "role_description": "text field", "value": "queries_by_functionality.csv", "position": "41.00;16829.00", "size": "102;20", "children": []}]}, {"name": null, "role": "AXRow", "description": null, "role_description": "outline row", "value": null, "position": "0.00;16851.00", "size": "159;23", "children": [{"name": null, "role": "AXTextField", "description": null, "role_description": "text field", "value": "queries_by_functionality.xlsx", "position": "41.00;16852.00", "size": "102;20", "children": []}]}, {"name": null, "role": "AXRow", "description": null, "role_description": "outline row", "value": null, "position": "0.00;16874.00", "size": "159;23", "children": [{"name": null, "role": "AXTextField", "description": null, "role_description": "text field", "value": "raffle_3K34dVHw69.mp4", "position": "41.00;16875.00", "size": "102;20", "children": []}]}, {"name": null, "role": "AXRow", "description": null, "role_description": "outline row", "value": null, "position": "0.00;16897.00", "size": "159;23", "children": [{"name": null, "role": "AXTextField", "description": null, "role_description": "text field", "value": "raffle_3K34dVHw69.webm", "position": "41.00;16898.00", "size": "102;20", "children": []}]}, {"name": null, "role": "AXRow", "description": null, "role_description": "outline row", "value": null, "position": "0.00;16920.00", "size": "159;23", "children": [{"name": null, "role": "AXTextField", "description": null, "role_description": "text field", "value": "raffle_5XNXh8rcba(1).webm", "position": "41.00;16921.00", "size": "102;20", "children": []}]}, {"name": null, "role": "AXRow", "description": null, "role_description": "outline row", "value": null, "position": "0.00;16943.00", "size": "159;23", "children": [{"name": null, "role": "AXTextField", "description": null, "role_description": "text field", "value": "raffle_7mB7hTBaj2.webm", "position": "41.00;16944.00", "size": "102;20", "children": []}]}, {"name": null, "role": "AXRow", "description": null, "role_description": "outline row", "value": null, "position": "0.00;16966.00", "size": "159;23", "children": [{"name": null, "role": "AXTextField", "description": null, "role_description": "text field", "value": "rag_docs.html", "position": "41.00;16967.00", "size": "102;20", "children": []}]}, {"name": null, "role": "AXRow", "description": null, "role_description": "outline row", "value": null, "position": "0.00;16989.00", "size": "159;23", "children": [{"name": null, "role": "AXTextField", "description": null, "role_description": "text field", "value": "rasterizationDemo.uclcg", "position": "41.00;16990.00", "size": "102;20", "children": []}]}, {"name": null, "role": "AXRow", "description": null, "role_description": "outline row", "value": null, "position": "0.00;17012.00", "size": "159;23", "children": [{"name": null, "role": "AXTextField", "description": null, "role_description": "text field", "value": "RayTracerSimple.uclcg", "position": "41.00;17013.00", "size": "102;20", "children": []}]}, {"name": null, "role": "AXRow", "description": null, "role_description": "outline row", "value": null, "position": "0.00;17035.00", "size": "159;23", "children": [{"name": null, "role": "AXTextField", "description": null, "role_description": "text field", "value": "RealEye-heatmap-item-d0e53f55-3e13-4bcb-af2f-8b1da69ec804.png", "position": "41.00;17036.00", "size": "102;20", "children": []}]}, {"name": null, "role": "AXRow", "description": null, "role_description": "outline row", "value": null, "position": "0.00;17058.00", "size": "159;23", "children": [{"name": null, "role": "AXTextField", "description": null, "role_description": "text field", "value": "RealEye-heatmap-recording (4).mp4", "position": "41.00;17059.00", "size": "102;20", "children": []}]}, {"name": null, "role": "AXRow", "description": null, "role_description": "outline row", "value": null, "position": "0.00;17081.00", "size": "159;23", "children": [{"name": null, "role": "AXTextField", "description": null, "role_description": "text field", "value": "RealEye-heatmap-recording (4).webm", "position": "41.00;17082.00", "size": "102;20", "children": []}]}, {"name": null, "role": "AXRow", "description": null, "role_description": "outline row", "value": null, "position": "0.00;17104.00", "size": "159;23", "children": [{"name": null, "role": "AXTextField", "description": null, "role_description": "text field", "value": "RealEye-heatmap-recording.webm", "position": "41.00;17105.00", "size": "102;20", "children": []}]}, {"name": null, "role": "AXRow", "description": null, "role_description": "outline row", "value": null, "position": "0.00;17127.00", "size": "159;23", "children": [{"name": null, "role": "AXTextField", "description": null, "role_description": "text field", "value": "RealEye-heatmap-recording(1).webm", "position": "41.00;17128.00", "size": "102;20", "children": []}]}, {"name": null, "role": "AXRow", "description": null, "role_description": "outline row", "value": null, "position": "0.00;17150.00", "size": "159;23", "children": [{"name": null, "role": "AXTextField", "description": null, "role_description": "text field", "value": "RealEye-heatmap-recording(2).webm", "position": "41.00;17151.00", "size": "102;20", "children": []}]}, {"name": null, "role": "AXRow", "description": null, "role_description": "outline row", "value": null, "position": "0.00;17173.00", "size": "159;23", "children": [{"name": null, "role": "AXTextField", "description": null, "role_description": "text field", "value": "Recom_[surname]_2022.02.22.pdf", "position": "41.00;17174.00", "size": "102;20", "children": []}]}, {"name": null, "role": "AXRow", "description": null, "role_description": "outline row", "value": null, "position": "0.00;17196.00", "size": "159;23", "children": [{"name": null, "role": "AXTextField", "description": null, "role_description": "text field", "value": "reconstructed_image.nii", "position": "41.00;17197.00", "size": "102;20", "children": []}]}, {"name": null, "role": "AXRow", "description": null, "role_description": "outline row", "value": null, "position": "0.00;17219.00", "size": "159;23", "children": [{"name": null, "role": "AXTextField", "description": null, "role_description": "text field", "value": "Reference_Fedynyak.pdf", "position": "41.00;17220.00", "size": "102;20", "children": []}]}, {"name": null, "role": "AXRow", "description": null, "role_description": "outline row", "value": null, "position": "0.00;17242.00", "size": "159;23", "children": [{"name": null, "role": "AXTextField", "description": null, "role_description": "text field", "value": "Reference_[name]_[surname].pdf", "position": "41.00;17243.00", "size": "102;20", "children": []}]}, {"name": null, "role": "AXRow", "description": null, "role_description": "outline row", "value": null, "position": "0.00;17265.00", "size": "159;23", "children": [{"name": null, "role": "AXTextField", "description": null, "role_description": "text field", "value": "regex-2023.10.3-cp310-cp310-manylinux_2_17_x86_64.manylinux2014_x86_64.whl.metadata", "position": "41.00;17266.00", "size": "102;20", "children": []}]}, {"name": null, "role": "AXRow", "description": null, "role_description": "outline row", "value": null, "position": "0.00;17288.00", "size": "159;23", "children": [{"name": null, "role": "AXTextField", "description": null, "role_description": "text field", "value": "replicate-prediction-yu25fjtbg3reexo6nyxziff3ve.zip", "position": "41.00;17289.00", "size": "102;20", "children": []}]}, {"name": null, "role": "AXRow", "description": null, "role_description": "outline row", "value": null, "position": "0.00;17311.00", "size": "159;23", "children": [{"name": null, "role": "AXTextField", "description": null, "role_description": "text field", "value": "report_poll.csv", "position": "41.00;17312.00", "size": "102;20", "children": []}]}, {"name": null, "role": "AXRow", "description": null, "role_description": "outline row", "value": null, "position": "0.00;17334.00", "size": "159;23", "children": [{"name": null, "role": "AXTextField", "description": null, "role_description": "text field", "value": "report_poll(1).csv", "position": "41.00;17335.00", "size": "102;20", "children": []}]}, {"name": null, "role": "AXRow", "description": null, "role_description": "outline row", "value": null, "position": "0.00;17357.00", "size": "159;23", "children": [{"name": null, "role": "AXTextField", "description": null, "role_description": "text field", "value": "report_poll(2).csv", "position": "41.00;17358.00", "size": "102;20", "children": []}]}, {"name": null, "role": "AXRow", "description": null, "role_description": "outline row", "value": null, "position": "0.00;17380.00", "size": "159;23", "children": [{"name": null, "role": "AXTextField", "description": null, "role_description": "text field", "value": "representations_test.zip", "position": "41.00;17381.00", "size": "102;20", "children": []}]}, {"name": null, "role": "AXRow", "description": null, "role_description": "outline row", "value": null, "position": "0.00;17403.00", "size": "159;23", "children": [{"name": null, "role": "AXTextField", "description": null, "role_description": "text field", "value": "Rezultaty_rozihrashu_06-05-2024.csv", "position": "41.00;17404.00", "size": "102;20", "children": []}]}, {"name": null, "role": "AXRow", "description": null, "role_description": "outline row", "value": null, "position": "0.00;17426.00", "size": "159;23", "children": [{"name": null, "role": "AXTextField", "description": null, "role_description": "text field", "value": "Rezultaty_rozihrashu_08-07-2024.csv", "position": "41.00;17427.00", "size": "102;20", "children": []}]}, {"name": null, "role": "AXRow", "description": null, "role_description": "outline row", "value": null, "position": "0.00;17449.00", "size": "159;23", "children": [{"name": null, "role": "AXTextField", "description": null, "role_description": "text field", "value": "Rezultaty_rozihrashu_08-07-2024(1).csv", "position": "41.00;17450.00", "size": "102;20", "children": []}]}, {"name": null, "role": "AXRow", "description": null, "role_description": "outline row", "value": null, "position": "0.00;17472.00", "size": "159;23", "children": [{"name": null, "role": "AXTextField", "description": null, "role_description": "text field", "value": "Rezultaty_rozihrashu_11-12-2023.csv", "position": "41.00;17473.00", "size": "102;20", "children": []}]}, {"name": null, "role": "AXRow", "description": null, "role_description": "outline row", "value": null, "position": "0.00;17495.00", "size": "159;23", "children": [{"name": null, "role": "AXTextField", "description": null, "role_description": "text field", "value": "RNs.xlsx", "position": "41.00;17496.00", "size": "102;20", "children": []}]}, {"name": null, "role": "AXRow", "description": null, "role_description": "outline row", "value": null, "position": "0.00;17518.00", "size": "159;23", "children": [{"name": null, "role": "AXTextField", "description": null, "role_description": "text field", "value": "romka_graduation_photobook.pdf", "position": "41.00;17519.00", "size": "102;20", "children": []}]}, {"name": null, "role": "AXRow", "description": null, "role_description": "outline row", "value": null, "position": "0.00;17541.00", "size": "159;23", "children": [{"name": null, "role": "AXTextField", "description": null, "role_description": "text field", "value": "RoomSketcherSetup.dmg", "position": "41.00;17542.00", "size": "102;20", "children": []}]}, {"name": null, "role": "AXRow", "description": null, "role_description": "outline row", "value": null, "position": "0.00;17564.00", "size": "159;23", "children": [{"name": null, "role": "AXGroup", "description": null, "role_description": "group", "value": null, "position": "10.00;17564.00", "size": "139;23", "children": [{"name": null, "role": "AXDisclosureTriangle", "description": null, "role_description": "disclosure triangle", "value": 0, "position": "28.00;17565.00", "size": "13;20", "children": []}, {"name": null, "role": "AXTextField", "description": null, "role_description": "text field", "value": "round 1", "position": "41.00;17565.00", "size": "102;20", "children": []}]}]}, {"name": null, "role": "AXRow", "description": null, "role_description": "outline row", "value": null, "position": "0.00;17587.00", "size": "159;23", "children": [{"name": null, "role": "AXTextField", "description": null, "role_description": "text field", "value": "RPReplay_Final1702645123 2.mov", "position": "41.00;17588.00", "size": "102;20", "children": []}]}, {"name": null, "role": "AXRow", "description": null, "role_description": "outline row", "value": null, "position": "0.00;17610.00", "size": "159;23", "children": [{"name": null, "role": "AXTextField", "description": null, "role_description": "text field", "value": "RPReplay_Final1702645123 3.mov", "position": "41.00;17611.00", "size": "102;20", "children": []}]}, {"name": null, "role": "AXRow", "description": null, "role_description": "outline row", "value": null, "position": "0.00;17633.00", "size": "159;23", "children": [{"name": null, "role": "AXTextField", "description": null, "role_description": "text field", "value": "RPReplay_Final1702645123.mov", "position": "41.00;17634.00", "size": "102;20", "children": []}]}, {"name": null, "role": "AXRow", "description": null, "role_description": "outline row", "value": null, "position": "0.00;17656.00", "size": "159;23", "children": [{"name": null, "role": "AXTextField", "description": null, "role_description": "text field", "value": "s41467-021-27317-1.pdf", "position": "41.00;17657.00", "size": "102;20", "children": []}]}, {"name": null, "role": "AXRow", "description": null, "role_description": "outline row", "value": null, "position": "0.00;17679.00", "size": "159;23", "children": [{"name": null, "role": "AXTextField", "description": null, "role_description": "text field", "value": "s41586-024-07487-w_reference.pdf", "position": "41.00;17680.00", "size": "102;20", "children": []}]}, {"name": null, "role": "AXRow", "description": null, "role_description": "outline row", "value": null, "position": "0.00;17702.00", "size": "159;23", "children": [{"name": null, "role": "AXTextField", "description": null, "role_description": "text field", "value": "s41598-020-75592-7.pdf", "position": "41.00;17703.00", "size": "102;20", "children": []}]}, {"name": null, "role": "AXRow", "description": null, "role_description": "outline row", "value": null, "position": "0.00;17725.00", "size": "159;23", "children": [{"name": null, "role": "AXTextField", "description": null, "role_description": "text field", "value": "s41598-022-10298-6-1.pdf", "position": "41.00;17726.00", "size": "102;20", "children": []}]}, {"name": null, "role": "AXRow", "description": null, "role_description": "outline row", "value": null, "position": "0.00;17748.00", "size": "159;23", "children": [{"name": null, "role": "AXTextField", "description": null, "role_description": "text field", "value": "s41598-022-13658-4.pdf", "position": "41.00;17749.00", "size": "102;20", "children": []}]}, {"name": null, "role": "AXRow", "description": null, "role_description": "outline row", "value": null, "position": "0.00;17771.00", "size": "159;23", "children": [{"name": null, "role": "AXGroup", "description": null, "role_description": "group", "value": null, "position": "10.00;17771.00", "size": "139;23", "children": [{"name": null, "role": "AXDisclosureTriangle", "description": null, "role_description": "disclosure triangle", "value": 0, "position": "28.00;17772.00", "size": "13;20", "children": []}, {"name": null, "role": "AXTextField", "description": null, "role_description": "text field", "value": "SarcasticAI", "position": "41.00;17772.00", "size": "102;20", "children": []}]}]}, {"name": null, "role": "AXRow", "description": null, "role_description": "outline row", "value": null, "position": "0.00;17794.00", "size": "159;23", "children": [{"name": null, "role": "AXGroup", "description": null, "role_description": "group", "value": null, "position": "10.00;17794.00", "size": "139;23", "children": [{"name": null, "role": "AXDisclosureTriangle", "description": null, "role_description": "disclosure triangle", "value": 0, "position": "28.00;17795.00", "size": "13;20", "children": []}, {"name": null, "role": "AXTextField", "description": null, "role_description": "text field", "value": "SayMulator.app", "position": "41.00;17795.00", "size": "102;20", "children": []}]}]}, {"name": null, "role": "AXRow", "description": null, "role_description": "outline row", "value": null, "position": "0.00;17817.00", "size": "159;23", "children": [{"name": null, "role": "AXTextField", "description": null, "role_description": "text field", "value": "SayMulator.app.zip", "position": "41.00;17818.00", "size": "102;20", "children": []}]}, {"name": null, "role": "AXRow", "description": null, "role_description": "outline row", "value": null, "position": "0.00;17840.00", "size": "159;23", "children": [{"name": null, "role": "AXTextField", "description": null, "role_description": "text field", "value": "screen-recognition-chi-2021.pdf", "position": "41.00;17841.00", "size": "102;20", "children": []}]}, {"name": null, "role": "AXRow", "description": null, "role_description": "outline row", "value": null, "position": "0.00;17863.00", "size": "159;23", "children": [{"name": null, "role": "AXGroup", "description": null, "role_description": "group", "value": null, "position": "10.00;17863.00", "size": "139;23", "children": [{"name": null, "role": "AXDisclosureTriangle", "description": null, "role_description": "disclosure triangle", "value": 0, "position": "28.00;17864.00", "size": "13;20", "children": []}, {"name": null, "role": "AXTextField", "description": null, "role_description": "text field", "value": "Screener", "position": "41.00;17864.00", "size": "102;20", "children": []}]}]}, {"name": null, "role": "AXRow", "description": null, "role_description": "outline row", "value": null, "position": "0.00;17886.00", "size": "159;23", "children": [{"name": null, "role": "AXTextField", "description": null, "role_description": "text field", "value": "Screener_proto.zip", "position": "41.00;17887.00", "size": "102;20", "children": []}]}, {"name": null, "role": "AXRow", "description": null, "role_description": "outline row", "value": null, "position": "0.00;17909.00", "size": "159;23", "children": [{"name": null, "role": "AXTextField", "description": null, "role_description": "text field", "value": "Screener.zip", "position": "41.00;17910.00", "size": "102;20", "children": []}]}, {"name": null, "role": "AXRow", "description": null, "role_description": "outline row", "value": null, "position": "0.00;17932.00", "size": "159;23", "children": [{"name": null, "role": "AXTextField", "description": null, "role_description": "text field", "value": "Screenshot 2023-10-25 at 05-19-24 2309.12969.pdf.png", "position": "41.00;17933.00", "size": "102;20", "children": []}]}, {"name": null, "role": "AXRow", "description": null, "role_description": "outline row", "value": null, "position": "0.00;17955.00", "size": "159;23", "children": [{"name": null, "role": "AXTextField", "description": null, "role_description": "text field", "value": "Screenshot 2024-06-26 at 10.34.09.png", "position": "41.00;17956.00", "size": "102;20", "children": []}]}, {"name": null, "role": "AXRow", "description": null, "role_description": "outline row", "value": null, "position": "0.00;17978.00", "size": "159;23", "children": [{"name": null, "role": "AXTextField", "description": null, "role_description": "text field", "value": "ScreenShot_representation_PesPython.ipynb", "position": "41.00;17979.00", "size": "102;20", "children": []}]}, {"name": null, "role": "AXRow", "description": null, "role_description": "outline row", "value": null, "position": "0.00;18001.00", "size": "159;23", "children": [{"name": null, "role": "AXTextField", "description": null, "role_description": "text field", "value": "screenshot.jpg", "position": "41.00;18002.00", "size": "102;20", "children": []}]}, {"name": null, "role": "AXRow", "description": null, "role_description": "outline row", "value": null, "position": "0.00;18024.00", "size": "159;23", "children": [{"name": null, "role": "AXTextField", "description": null, "role_description": "text field", "value": "screenshot2.jpg", "position": "41.00;18025.00", "size": "102;20", "children": []}]}, {"name": null, "role": "AXRow", "description": null, "role_description": "outline row", "value": null, "position": "0.00;18047.00", "size": "159;23", "children": [{"name": null, "role": "AXTextField", "description": null, "role_description": "text field", "value": "setapp (1).mov", "position": "41.00;18048.00", "size": "102;20", "children": []}]}, {"name": null, "role": "AXRow", "description": null, "role_description": "outline row", "value": null, "position": "0.00;18070.00", "size": "159;23", "children": [{"name": null, "role": "AXTextField", "description": null, "role_description": "text field", "value": "Shrek3.0.jpg", "position": "41.00;18071.00", "size": "102;20", "children": []}]}, {"name": null, "role": "AXRow", "description": null, "role_description": "outline row", "value": null, "position": "0.00;18093.00", "size": "159;23", "children": [{"name": null, "role": "AXGroup", "description": null, "role_description": "group", "value": null, "position": "10.00;18093.00", "size": "139;23", "children": [{"name": null, "role": "AXDisclosureTriangle", "description": null, "role_description": "disclosure triangle", "value": 0, "position": "28.00;18094.00", "size": "13;20", "children": []}, {"name": null, "role": "AXTextField", "description": null, "role_description": "text field", "value": "Sigmoidus", "position": "41.00;18094.00", "size": "102;20", "children": []}]}]}, {"name": null, "role": "AXRow", "description": null, "role_description": "outline row", "value": null, "position": "0.00;18116.00", "size": "159;23", "children": [{"name": null, "role": "AXTextField", "description": null, "role_description": "text field", "value": "signal-2023-01-30-192612_002.jpeg", "position": "41.00;18117.00", "size": "102;20", "children": []}]}, {"name": null, "role": "AXRow", "description": null, "role_description": "outline row", "value": null, "position": "0.00;18139.00", "size": "159;23", "children": [{"name": null, "role": "AXTextField", "description": null, "role_description": "text field", "value": "signal-2023-10-05-182252_002.jpeg", "position": "41.00;18140.00", "size": "102;20", "children": []}]}, {"name": null, "role": "AXRow", "description": null, "role_description": "outline row", "value": null, "position": "0.00;18162.00", "size": "159;23", "children": [{"name": null, "role": "AXTextField", "description": null, "role_description": "text field", "value": "signal-2023-11-20-142718.jpeg", "position": "41.00;18163.00", "size": "102;20", "children": []}]}, {"name": null, "role": "AXRow", "description": null, "role_description": "outline row", "value": null, "position": "0.00;18185.00", "size": "159;23", "children": [{"name": null, "role": "AXTextField", "description": null, "role_description": "text field", "value": "signal-desktop-mac-universal-6.32.0.dmg", "position": "41.00;18186.00", "size": "102;20", "children": []}]}, {"name": null, "role": "AXRow", "description": null, "role_description": "outline row", "value": null, "position": "0.00;18208.00", "size": "159;23", "children": [{"name": null, "role": "AXTextField", "description": null, "role_description": "text field", "value": "signal-desktop-mac-universal-7.6.0.dmg", "position": "41.00;18209.00", "size": "102;20", "children": []}]}, {"name": null, "role": "AXRow", "description": null, "role_description": "outline row", "value": null, "position": "0.00;18231.00", "size": "159;23", "children": [{"name": null, "role": "AXTextField", "description": null, "role_description": "text field", "value": "SignColored.jpg", "position": "41.00;18232.00", "size": "102;20", "children": []}]}, {"name": null, "role": "AXRow", "description": null, "role_description": "outline row", "value": null, "position": "0.00;18254.00", "size": "159;23", "children": [{"name": null, "role": "AXTextField", "description": null, "role_description": "text field", "value": "SignColored.png", "position": "41.00;18255.00", "size": "102;20", "children": []}]}, {"name": null, "role": "AXRow", "description": null, "role_description": "outline row", "value": null, "position": "0.00;18277.00", "size": "159;23", "children": [{"name": null, "role": "AXTextField", "description": null, "role_description": "text field", "value": "skala-opt.jpg", "position": "41.00;18278.00", "size": "102;20", "children": []}]}, {"name": null, "role": "AXRow", "description": null, "role_description": "outline row", "value": null, "position": "0.00;18300.00", "size": "159;23", "children": [{"name": null, "role": "AXTextField", "description": null, "role_description": "text field", "value": "Slack-4.34.121-macOS.dmg", "position": "41.00;18301.00", "size": "102;20", "children": []}]}, {"name": null, "role": "AXRow", "description": null, "role_description": "outline row", "value": null, "position": "0.00;18323.00", "size": "159;23", "children": [{"name": null, "role": "AXTextField", "description": null, "role_description": "text field", "value": "slider.vertical.3@2x.png", "position": "41.00;18324.00", "size": "102;20", "children": []}]}, {"name": null, "role": "AXRow", "description": null, "role_description": "outline row", "value": null, "position": "0.00;18346.00", "size": "159;23", "children": [{"name": null, "role": "AXTextField", "description": null, "role_description": "text field", "value": "Soundflower-2.0b2.dmg", "position": "41.00;18347.00", "size": "102;20", "children": []}]}, {"name": null, "role": "AXRow", "description": null, "role_description": "outline row", "value": null, "position": "0.00;18369.00", "size": "159;23", "children": [{"name": null, "role": "AXGroup", "description": null, "role_description": "group", "value": null, "position": "10.00;18369.00", "size": "139;23", "children": [{"name": null, "role": "AXDisclosureTriangle", "description": null, "role_description": "disclosure triangle", "value": 0, "position": "28.00;18370.00", "size": "13;20", "children": []}, {"name": null, "role": "AXTextField", "description": null, "role_description": "text field", "value": "sources", "position": "41.00;18370.00", "size": "102;20", "children": []}]}]}, {"name": null, "role": "AXRow", "description": null, "role_description": "outline row", "value": null, "position": "0.00;18392.00", "size": "159;23", "children": [{"name": null, "role": "AXTextField", "description": null, "role_description": "text field", "value": "Speech Canvas - Canvas (eco activists).pdf", "position": "41.00;18393.00", "size": "102;20", "children": []}]}, {"name": null, "role": "AXRow", "description": null, "role_description": "outline row", "value": null, "position": "0.00;18415.00", "size": "159;23", "children": [{"name": null, "role": "AXTextField", "description": null, "role_description": "text field", "value": "Speech Canvas - Sheet1.pdf", "position": "41.00;18416.00", "size": "102;20", "children": []}]}, {"name": null, "role": "AXRow", "description": null, "role_description": "outline row", "value": null, "position": "0.00;18438.00", "size": "159;23", "children": [{"name": null, "role": "AXTextField", "description": null, "role_description": "text field", "value": "Splitwise expenses Aug 5.csv", "position": "41.00;18439.00", "size": "102;20", "children": []}]}, {"name": null, "role": "AXRow", "description": null, "role_description": "outline row", "value": null, "position": "0.00;18461.00", "size": "159;23", "children": [{"name": null, "role": "AXTextField", "description": null, "role_description": "text field", "value": "sponsor_bank_statement.pdf", "position": "41.00;18462.00", "size": "102;20", "children": []}]}, {"name": null, "role": "AXRow", "description": null, "role_description": "outline row", "value": null, "position": "0.00;18484.00", "size": "159;23", "children": [{"name": null, "role": "AXTextField", "description": null, "role_description": "text field", "value": "spotify.gif", "position": "41.00;18485.00", "size": "102;20", "children": []}]}, {"name": null, "role": "AXRow", "description": null, "role_description": "outline row", "value": null, "position": "0.00;18507.00", "size": "159;23", "children": [{"name": null, "role": "AXTextField", "description": null, "role_description": "text field", "value": "spotify.mp4", "position": "41.00;18508.00", "size": "102;20", "children": []}]}, {"name": null, "role": "AXRow", "description": null, "role_description": "outline row", "value": null, "position": "0.00;18530.00", "size": "159;23", "children": [{"name": null, "role": "AXTextField", "description": null, "role_description": "text field", "value": "spotify.webm", "position": "41.00;18531.00", "size": "102;20", "children": []}]}, {"name": null, "role": "AXRow", "description": null, "role_description": "outline row", "value": null, "position": "0.00;18553.00", "size": "159;23", "children": [{"name": null, "role": "AXTextField", "description": null, "role_description": "text field", "value": "SPXGC_ImageLayer_template.zip", "position": "41.00;18554.00", "size": "102;20", "children": []}]}, {"name": null, "role": "AXRow", "description": null, "role_description": "outline row", "value": null, "position": "0.00;18576.00", "size": "159;23", "children": [{"name": null, "role": "AXTextField", "description": null, "role_description": "text field", "value": "SpyBuster_Beta.zip", "position": "41.00;18577.00", "size": "102;20", "children": []}]}, {"name": null, "role": "AXRow", "description": null, "role_description": "outline row", "value": null, "position": "0.00;18599.00", "size": "159;23", "children": [{"name": null, "role": "AXTextField", "description": null, "role_description": "text field", "value": "SR_yz_2886_9a96a97cd16a1e8f5472.gif", "position": "41.00;18600.00", "size": "102;20", "children": []}]}, {"name": null, "role": "AXRow", "description": null, "role_description": "outline row", "value": null, "position": "0.00;18622.00", "size": "159;23", "children": [{"name": null, "role": "AXTextField", "description": null, "role_description": "text field", "value": "SRA_[company]_UCU.docx", "position": "41.00;18623.00", "size": "102;20", "children": []}]}, {"name": null, "role": "AXRow", "description": null, "role_description": "outline row", "value": null, "position": "0.00;18645.00", "size": "159;23", "children": [{"name": null, "role": "AXTextField", "description": null, "role_description": "text field", "value": "steam(1).dmg", "position": "41.00;18646.00", "size": "102;20", "children": []}]}, {"name": null, "role": "AXRow", "description": null, "role_description": "outline row", "value": null, "position": "0.00;18668.00", "size": "159;23", "children": [{"name": null, "role": "AXGroup", "description": null, "role_description": "group", "value": null, "position": "10.00;18668.00", "size": "139;23", "children": [{"name": null, "role": "AXDisclosureTriangle", "description": null, "role_description": "disclosure triangle", "value": 0, "position": "28.00;18669.00", "size": "13;20", "children": []}, {"name": null, "role": "AXTextField", "description": null, "role_description": "text field", "value": "Stubborn Bones", "position": "41.00;18669.00", "size": "102;20", "children": []}]}]}, {"name": null, "role": "AXRow", "description": null, "role_description": "outline row", "value": null, "position": "0.00;18691.00", "size": "159;23", "children": [{"name": null, "role": "AXTextField", "description": null, "role_description": "text field", "value": "student_award_confirmation.pdf", "position": "41.00;18692.00", "size": "102;20", "children": []}]}, {"name": null, "role": "AXRow", "description": null, "role_description": "outline row", "value": null, "position": "0.00;18714.00", "size": "159;23", "children": [{"name": null, "role": "AXTextField", "description": null, "role_description": "text field", "value": "study-ucu_eye_tracking_study-545057c9-a378-458f-a892-ff24987e71e0-aoi-overall-stats.csv", "position": "41.00;18715.00", "size": "102;20", "children": []}]}, {"name": null, "role": "AXRow", "description": null, "role_description": "outline row", "value": null, "position": "0.00;18737.00", "size": "159;23", "children": [{"name": null, "role": "AXTextField", "description": null, "role_description": "text field", "value": "Suck Up!_0.2.0_universal.dmg", "position": "41.00;18738.00", "size": "102;20", "children": []}]}, {"name": null, "role": "AXRow", "description": null, "role_description": "outline row", "value": null, "position": "0.00;18760.00", "size": "159;23", "children": [{"name": null, "role": "AXTextField", "description": null, "role_description": "text field", "value": "take away(1).mp3", "position": "41.00;18761.00", "size": "102;20", "children": []}]}, {"name": null, "role": "AXRow", "description": null, "role_description": "outline row", "value": null, "position": "0.00;18783.00", "size": "159;23", "children": [{"name": null, "role": "AXTextField", "description": null, "role_description": "text field", "value": "tank_rf_classifier.pkl", "position": "41.00;18784.00", "size": "102;20", "children": []}]}, {"name": null, "role": "AXRow", "description": null, "role_description": "outline row", "value": null, "position": "0.00;18806.00", "size": "159;23", "children": [{"name": null, "role": "AXTextField", "description": null, "role_description": "text field", "value": "telecom_churn.csv", "position": "41.00;18807.00", "size": "102;20", "children": []}]}, {"name": null, "role": "AXRow", "description": null, "role_description": "outline row", "value": null, "position": "0.00;18829.00", "size": "159;23", "children": [{"name": null, "role": "AXGroup", "description": null, "role_description": "group", "value": null, "position": "10.00;18829.00", "size": "139;23", "children": [{"name": null, "role": "AXDisclosureTriangle", "description": null, "role_description": "disclosure triangle", "value": 0, "position": "28.00;18830.00", "size": "13;20", "children": []}, {"name": null, "role": "AXTextField", "description": null, "role_description": "text field", "value": "Telegram Desktop", "position": "41.00;18830.00", "size": "102;20", "children": []}]}]}, {"name": null, "role": "AXRow", "description": null, "role_description": "outline row", "value": null, "position": "0.00;18852.00", "size": "159;23", "children": [{"name": null, "role": "AXTextField", "description": null, "role_description": "text field", "value": "test.html", "position": "41.00;18853.00", "size": "102;20", "children": []}]}, {"name": null, "role": "AXRow", "description": null, "role_description": "outline row", "value": null, "position": "0.00;18875.00", "size": "159;23", "children": [{"name": null, "role": "AXTextField", "description": null, "role_description": "text field", "value": "test.jpg", "position": "41.00;18876.00", "size": "102;20", "children": []}]}, {"name": null, "role": "AXRow", "description": null, "role_description": "outline row", "value": null, "position": "0.00;18898.00", "size": "159;23", "children": [{"name": null, "role": "AXTextField", "description": null, "role_description": "text field", "value": "texts_400k.parquet", "position": "41.00;18899.00", "size": "102;20", "children": []}]}, {"name": null, "role": "AXRow", "description": null, "role_description": "outline row", "value": null, "position": "0.00;18921.00", "size": "159;23", "children": [{"name": null, "role": "AXTextField", "description": null, "role_description": "text field", "value": "tg_dump_blip.npy", "position": "41.00;18922.00", "size": "102;20", "children": []}]}, {"name": null, "role": "AXRow", "description": null, "role_description": "outline row", "value": null, "position": "0.00;18944.00", "size": "159;23", "children": [{"name": null, "role": "AXTextField", "description": null, "role_description": "text field", "value": "tg_image_1007577454.jpeg", "position": "41.00;18945.00", "size": "102;20", "children": []}]}, {"name": null, "role": "AXRow", "description": null, "role_description": "outline row", "value": null, "position": "0.00;18967.00", "size": "159;23", "children": [{"name": null, "role": "AXTextField", "description": null, "role_description": "text field", "value": "tg_image_1596414301.jpeg", "position": "41.00;18968.00", "size": "102;20", "children": []}]}, {"name": null, "role": "AXRow", "description": null, "role_description": "outline row", "value": null, "position": "0.00;18990.00", "size": "159;23", "children": [{"name": null, "role": "AXTextField", "description": null, "role_description": "text field", "value": "tg_image_1908984953.jpeg", "position": "41.00;18991.00", "size": "102;20", "children": []}]}, {"name": null, "role": "AXRow", "description": null, "role_description": "outline row", "value": null, "position": "0.00;19013.00", "size": "159;23", "children": [{"name": null, "role": "AXTextField", "description": null, "role_description": "text field", "value": "tg_image_4150210756.jpeg", "position": "41.00;19014.00", "size": "102;20", "children": []}]}, {"name": null, "role": "AXRow", "description": null, "role_description": "outline row", "value": null, "position": "0.00;19036.00", "size": "159;23", "children": [{"name": null, "role": "AXGroup", "description": null, "role_description": "group", "value": null, "position": "10.00;19036.00", "size": "139;23", "children": [{"name": null, "role": "AXDisclosureTriangle", "description": null, "role_description": "disclosure triangle", "value": 0, "position": "28.00;19037.00", "size": "13;20", "children": []}, {"name": null, "role": "AXTextField", "description": null, "role_description": "text field", "value": "tgdump", "position": "41.00;19037.00", "size": "102;20", "children": []}]}]}, {"name": null, "role": "AXRow", "description": null, "role_description": "outline row", "value": null, "position": "0.00;19059.00", "size": "159;23", "children": [{"name": null, "role": "AXTextField", "description": null, "role_description": "text field", "value": "tgdump(1).zip", "position": "41.00;19060.00", "size": "102;20", "children": []}]}, {"name": null, "role": "AXRow", "description": null, "role_description": "outline row", "value": null, "position": "0.00;19082.00", "size": "159;23", "children": [{"name": null, "role": "AXTextField", "description": null, "role_description": "text field", "value": "The Office - Main Theme.mp4", "position": "41.00;19083.00", "size": "102;20", "children": []}]}, {"name": null, "role": "AXRow", "description": null, "role_description": "outline row", "value": null, "position": "0.00;19105.00", "size": "159;23", "children": [{"name": null, "role": "AXTextField", "description": null, "role_description": "text field", "value": "thelounge.mp3", "position": "41.00;19106.00", "size": "102;20", "children": []}]}, {"name": null, "role": "AXRow", "description": null, "role_description": "outline row", "value": null, "position": "0.00;19128.00", "size": "159;23", "children": [{"name": null, "role": "AXTextField", "description": null, "role_description": "text field", "value": "theory_mvp.pdf", "position": "41.00;19129.00", "size": "102;20", "children": []}]}, {"name": null, "role": "AXRow", "description": null, "role_description": "outline row", "value": null, "position": "0.00;19151.00", "size": "159;23", "children": [{"name": null, "role": "AXTextField", "description": null, "role_description": "text field", "value": "Thesis review.pdf", "position": "41.00;19152.00", "size": "102;20", "children": []}]}, {"name": null, "role": "AXRow", "description": null, "role_description": "outline row", "value": null, "position": "0.00;19174.00", "size": "159;23", "children": [{"name": null, "role": "AXTextField", "description": null, "role_description": "text field", "value": "ThesisFinal-1.pdf", "position": "41.00;19175.00", "size": "102;20", "children": []}]}, {"name": null, "role": "AXRow", "description": null, "role_description": "outline row", "value": null, "position": "0.00;19197.00", "size": "159;23", "children": [{"name": null, "role": "AXTextField", "description": null, "role_description": "text field", "value": "ticket-2024-04-14T22 36 19.528774273.pdf", "position": "41.00;19198.00", "size": "102;20", "children": []}]}, {"name": null, "role": "AXRow", "description": null, "role_description": "outline row", "value": null, "position": "0.00;19220.00", "size": "159;23", "children": [{"name": null, "role": "AXTextField", "description": null, "role_description": "text field", "value": "Ticket-Kyiv-Zhytomyr-3112312104 (1).pdf", "position": "41.00;19221.00", "size": "102;20", "children": []}]}, {"name": null, "role": "AXRow", "description": null, "role_description": "outline row", "value": null, "position": "0.00;19243.00", "size": "159;23", "children": [{"name": null, "role": "AXTextField", "description": null, "role_description": "text field", "value": "timer_music_no_copy.mp4", "position": "41.00;19244.00", "size": "102;20", "children": []}]}, {"name": null, "role": "AXRow", "description": null, "role_description": "outline row", "value": null, "position": "0.00;19266.00", "size": "159;23", "children": [{"name": null, "role": "AXTextField", "description": null, "role_description": "text field", "value": "timer.mp4", "position": "41.00;19267.00", "size": "102;20", "children": []}]}, {"name": null, "role": "AXRow", "description": null, "role_description": "outline row", "value": null, "position": "0.00;19289.00", "size": "159;23", "children": [{"name": null, "role": "AXGroup", "description": null, "role_description": "group", "value": null, "position": "10.00;19289.00", "size": "139;23", "children": [{"name": null, "role": "AXDisclosureTriangle", "description": null, "role_description": "disclosure triangle", "value": 0, "position": "28.00;19290.00", "size": "13;20", "children": []}, {"name": null, "role": "AXTextField", "description": null, "role_description": "text field", "value": "tinyface", "position": "41.00;19290.00", "size": "102;20", "children": []}]}]}, {"name": null, "role": "AXRow", "description": null, "role_description": "outline row", "value": null, "position": "0.00;19312.00", "size": "159;23", "children": [{"name": null, "role": "AXTextField", "description": null, "role_description": "text field", "value": "tinyface.zip", "position": "41.00;19313.00", "size": "102;20", "children": []}]}, {"name": null, "role": "AXRow", "description": null, "role_description": "outline row", "value": null, "position": "0.00;19335.00", "size": "159;23", "children": [{"name": null, "role": "AXTextField", "description": null, "role_description": "text field", "value": "Tired Tuesday.mp3", "position": "41.00;19336.00", "size": "102;20", "children": []}]}, {"name": null, "role": "AXRow", "description": null, "role_description": "outline row", "value": null, "position": "0.00;19358.00", "size": "159;23", "children": [{"name": null, "role": "AXTextField", "description": null, "role_description": "text field", "value": "Tired Tuesday.mp4", "position": "41.00;19359.00", "size": "102;20", "children": []}]}, {"name": null, "role": "AXRow", "description": null, "role_description": "outline row", "value": null, "position": "0.00;19381.00", "size": "159;23", "children": [{"name": null, "role": "AXTextField", "description": null, "role_description": "text field", "value": "tom-barrett--bSucp2nUdQ-unsplash.jpg", "position": "41.00;19382.00", "size": "102;20", "children": []}]}, {"name": null, "role": "AXRow", "description": null, "role_description": "outline row", "value": null, "position": "0.00;19404.00", "size": "159;23", "children": [{"name": null, "role": "AXTextField", "description": null, "role_description": "text field", "value": "tomography-08-00073.pdf", "position": "41.00;19405.00", "size": "102;20", "children": []}]}, {"name": null, "role": "AXRow", "description": null, "role_description": "outline row", "value": null, "position": "0.00;19427.00", "size": "159;23", "children": [{"name": null, "role": "AXTextField", "description": null, "role_description": "text field", "value": "top_apps - top_apps.csv", "position": "41.00;19428.00", "size": "102;20", "children": []}]}, {"name": null, "role": "AXRow", "description": null, "role_description": "outline row", "value": null, "position": "0.00;19450.00", "size": "159;23", "children": [{"name": null, "role": "AXTextField", "description": null, "role_description": "text field", "value": "top_donators.xlsx", "position": "41.00;19451.00", "size": "102;20", "children": []}]}, {"name": null, "role": "AXRow", "description": null, "role_description": "outline row", "value": null, "position": "0.00;19473.00", "size": "159;23", "children": [{"name": null, "role": "AXTextField", "description": null, "role_description": "text field", "value": "topic1_pandas_data_analysis.ipynb", "position": "41.00;19474.00", "size": "102;20", "children": []}]}, {"name": null, "role": "AXRow", "description": null, "role_description": "outline row", "value": null, "position": "0.00;19496.00", "size": "159;23", "children": [{"name": null, "role": "AXTextField", "description": null, "role_description": "text field", "value": "topic1_pandas_data_analysis(1).ipynb", "position": "41.00;19497.00", "size": "102;20", "children": []}]}, {"name": null, "role": "AXRow", "description": null, "role_description": "outline row", "value": null, "position": "0.00;19519.00", "size": "159;23", "children": [{"name": null, "role": "AXTextField", "description": null, "role_description": "text field", "value": "topic1_practice_pandas_titanic_solution.ipynb", "position": "41.00;19520.00", "size": "102;20", "children": []}]}, {"name": null, "role": "AXRow", "description": null, "role_description": "outline row", "value": null, "position": "0.00;19542.00", "size": "159;23", "children": [{"name": null, "role": "AXTextField", "description": null, "role_description": "text field", "value": "topic1_practice_pandas_titanic.ipynb", "position": "41.00;19543.00", "size": "102;20", "children": []}]}, {"name": null, "role": "AXRow", "description": null, "role_description": "outline row", "value": null, "position": "0.00;19565.00", "size": "159;23", "children": [{"name": null, "role": "AXTextField", "description": null, "role_description": "text field", "value": "topic2_additional_seaborn_matplotlib_plotly.ipynb", "position": "41.00;19566.00", "size": "102;20", "children": []}]}, {"name": null, "role": "AXRow", "description": null, "role_description": "outline row", "value": null, "position": "0.00;19588.00", "size": "159;23", "children": [{"name": null, "role": "AXTextField", "description": null, "role_description": "text field", "value": "transformers-4.25.0-py3-none-any(1).whl", "position": "41.00;19589.00", "size": "102;20", "children": []}]}, {"name": null, "role": "AXRow", "description": null, "role_description": "outline row", "value": null, "position": "0.00;19611.00", "size": "159;23", "children": [{"name": null, "role": "AXTextField", "description": null, "role_description": "text field", "value": "Truth in Comedy.pdf", "position": "41.00;19612.00", "size": "102;20", "children": []}]}, {"name": null, "role": "AXRow", "description": null, "role_description": "outline row", "value": null, "position": "0.00;19634.00", "size": "159;23", "children": [{"name": null, "role": "AXTextField", "description": null, "role_description": "text field", "value": "tsetup.4.10.2.dmg", "position": "41.00;19635.00", "size": "102;20", "children": []}]}, {"name": null, "role": "AXRow", "description": null, "role_description": "outline row", "value": null, "position": "0.00;19657.00", "size": "159;23", "children": [{"name": null, "role": "AXTextField", "description": null, "role_description": "text field", "value": "tsetup.4.12.2.dmg", "position": "41.00;19658.00", "size": "102;20", "children": []}]}, {"name": null, "role": "AXRow", "description": null, "role_description": "outline row", "value": null, "position": "0.00;19680.00", "size": "159;23", "children": [{"name": null, "role": "AXTextField", "description": null, "role_description": "text field", "value": "ttsmaker-file-2024-6-25-17-18-55.mp3", "position": "41.00;19681.00", "size": "102;20", "children": []}]}, {"name": null, "role": "AXRow", "description": null, "role_description": "outline row", "value": null, "position": "0.00;19703.00", "size": "159;23", "children": [{"name": null, "role": "AXTextField", "description": null, "role_description": "text field", "value": "UA Speech Short.pages", "position": "41.00;19704.00", "size": "102;20", "children": []}]}, {"name": null, "role": "AXRow", "description": null, "role_description": "outline row", "value": null, "position": "0.00;19726.00", "size": "159;23", "children": [{"name": null, "role": "AXTextField", "description": null, "role_description": "text field", "value": "ua.MP4", "position": "41.00;19727.00", "size": "102;20", "children": []}]}, {"name": null, "role": "AXRow", "description": null, "role_description": "outline row", "value": null, "position": "0.00;19749.00", "size": "159;23", "children": [{"name": null, "role": "AXTextField", "description": null, "role_description": "text field", "value": "UCB improvisation manual.pdf", "position": "41.00;19750.00", "size": "102;20", "children": []}]}, {"name": null, "role": "AXRow", "description": null, "role_description": "outline row", "value": null, "position": "0.00;19772.00", "size": "159;23", "children": [{"name": null, "role": "AXTextField", "description": null, "role_description": "text field", "value": "UCL_Master_s_Thesis_Template__1_-1.pdf", "position": "41.00;19773.00", "size": "102;20", "children": []}]}, {"name": null, "role": "AXRow", "description": null, "role_description": "outline row", "value": null, "position": "0.00;19795.00", "size": "159;23", "children": [{"name": null, "role": "AXTextField", "description": null, "role_description": "text field", "value": "UCL_Master_s_Thesis_Template__1_-2.pdf", "position": "41.00;19796.00", "size": "102;20", "children": []}]}, {"name": null, "role": "AXRow", "description": null, "role_description": "outline row", "value": null, "position": "0.00;19818.00", "size": "159;23", "children": [{"name": null, "role": "AXTextField", "description": null, "role_description": "text field", "value": "UCL_Master_s_Thesis_Template__1_-3.pdf", "position": "41.00;19819.00", "size": "102;20", "children": []}]}, {"name": null, "role": "AXRow", "description": null, "role_description": "outline row", "value": null, "position": "0.00;19841.00", "size": "159;23", "children": [{"name": null, "role": "AXTextField", "description": null, "role_description": "text field", "value": "UCL_Master_s_Thesis_Template__1_-4.pdf", "position": "41.00;19842.00", "size": "102;20", "children": []}]}, {"name": null, "role": "AXRow", "description": null, "role_description": "outline row", "value": null, "position": "0.00;19864.00", "size": "159;23", "children": [{"name": null, "role": "AXTextField", "description": null, "role_description": "text field", "value": "UCL_Master_s_Thesis_Template__1_-5.pdf", "position": "41.00;19865.00", "size": "102;20", "children": []}]}, {"name": null, "role": "AXRow", "description": null, "role_description": "outline row", "value": null, "position": "0.00;19887.00", "size": "159;23", "children": [{"name": null, "role": "AXTextField", "description": null, "role_description": "text field", "value": "UCL_Master_s_Thesis_Template__1_-7.pdf", "position": "41.00;19888.00", "size": "102;20", "children": []}]}, {"name": null, "role": "AXRow", "description": null, "role_description": "outline row", "value": null, "position": "0.00;19910.00", "size": "159;23", "children": [{"name": null, "role": "AXTextField", "description": null, "role_description": "text field", "value": "UCL_Master_s_Thesis_Template__1_.pdf", "position": "41.00;19911.00", "size": "102;20", "children": []}]}, {"name": null, "role": "AXRow", "description": null, "role_description": "outline row", "value": null, "position": "0.00;19933.00", "size": "159;23", "children": [{"name": null, "role": "AXTextField", "description": null, "role_description": "text field", "value": "UCL_Master_s_Thesis_Template_AKE.pdf", "position": "41.00;19934.00", "size": "102;20", "children": []}]}, {"name": null, "role": "AXRow", "description": null, "role_description": "outline row", "value": null, "position": "0.00;19956.00", "size": "159;23", "children": [{"name": null, "role": "AXGroup", "description": null, "role_description": "group", "value": null, "position": "10.00;19956.00", "size": "139;23", "children": [{"name": null, "role": "AXDisclosureTriangle", "description": null, "role_description": "disclosure triangle", "value": 0, "position": "28.00;19957.00", "size": "13;20", "children": []}, {"name": null, "role": "AXTextField", "description": null, "role_description": "text field", "value": "UCU Data Wizards", "position": "41.00;19957.00", "size": "102;20", "children": []}]}]}, {"name": null, "role": "AXRow", "description": null, "role_description": "outline row", "value": null, "position": "0.00;19979.00", "size": "159;23", "children": [{"name": null, "role": "AXGroup", "description": null, "role_description": "group", "value": null, "position": "10.00;19979.00", "size": "139;23", "children": [{"name": null, "role": "AXDisclosureTriangle", "description": null, "role_description": "disclosure triangle", "value": 0, "position": "28.00;19980.00", "size": "13;20", "children": []}, {"name": null, "role": "AXTextField", "description": null, "role_description": "text field", "value": "uk_visa_docs", "position": "41.00;19980.00", "size": "102;20", "children": []}]}]}, {"name": null, "role": "AXRow", "description": null, "role_description": "outline row", "value": null, "position": "0.00;20002.00", "size": "159;23", "children": [{"name": null, "role": "AXTextField", "description": null, "role_description": "text field", "value": "uk_visa_docs.zip", "position": "41.00;20003.00", "size": "102;20", "children": []}]}, {"name": null, "role": "AXRow", "description": null, "role_description": "outline row", "value": null, "position": "0.00;20025.00", "size": "159;23", "children": [{"name": null, "role": "AXTextField", "description": null, "role_description": "text field", "value": "UNet_yz_2.gif", "position": "41.00;20026.00", "size": "102;20", "children": []}]}, {"name": null, "role": "AXRow", "description": null, "role_description": "outline row", "value": null, "position": "0.00;20048.00", "size": "159;23", "children": [{"name": null, "role": "AXTextField", "description": null, "role_description": "text field", "value": "UniversalMac_14.5_23F79_Restore.ipsw", "position": "41.00;20049.00", "size": "102;20", "children": []}]}, {"name": null, "role": "AXRow", "description": null, "role_description": "outline row", "value": null, "position": "0.00;20071.00", "size": "159;23", "children": [{"name": null, "role": "AXTextField", "description": null, "role_description": "text field", "value": "Untitled design.mp4", "position": "41.00;20072.00", "size": "102;20", "children": []}]}, {"name": null, "role": "AXRow", "description": null, "role_description": "outline row", "value": null, "position": "0.00;20094.00", "size": "159;23", "children": [{"name": null, "role": "AXTextField", "description": null, "role_description": "text field", "value": "Untitled design.png", "position": "41.00;20095.00", "size": "102;20", "children": []}]}, {"name": null, "role": "AXRow", "description": null, "role_description": "outline row", "value": null, "position": "0.00;20117.00", "size": "159;23", "children": [{"name": null, "role": "AXTextField", "description": null, "role_description": "text field", "value": "Untitled design(1).mp4", "position": "41.00;20118.00", "size": "102;20", "children": []}]}, {"name": null, "role": "AXRow", "description": null, "role_description": "outline row", "value": null, "position": "0.00;20140.00", "size": "159;23", "children": [{"name": null, "role": "AXTextField", "description": null, "role_description": "text field", "value": "Untitled design(1).png", "position": "41.00;20141.00", "size": "102;20", "children": []}]}, {"name": null, "role": "AXRow", "description": null, "role_description": "outline row", "value": null, "position": "0.00;20163.00", "size": "159;23", "children": [{"name": null, "role": "AXTextField", "description": null, "role_description": "text field", "value": "Untitled design(2).mp4", "position": "41.00;20164.00", "size": "102;20", "children": []}]}, {"name": null, "role": "AXRow", "description": null, "role_description": "outline row", "value": null, "position": "0.00;20186.00", "size": "159;23", "children": [{"name": null, "role": "AXTextField", "description": null, "role_description": "text field", "value": "Untitled design(2).png", "position": "41.00;20187.00", "size": "102;20", "children": []}]}, {"name": null, "role": "AXRow", "description": null, "role_description": "outline row", "value": null, "position": "0.00;20209.00", "size": "159;23", "children": [{"name": null, "role": "AXTextField", "description": null, "role_description": "text field", "value": "Untitled design(3).mp4", "position": "41.00;20210.00", "size": "102;20", "children": []}]}, {"name": null, "role": "AXRow", "description": null, "role_description": "outline row", "value": null, "position": "0.00;20232.00", "size": "159;23", "children": [{"name": null, "role": "AXTextField", "description": null, "role_description": "text field", "value": "Untitled design(3).png", "position": "41.00;20233.00", "size": "102;20", "children": []}]}, {"name": null, "role": "AXRow", "description": null, "role_description": "outline row", "value": null, "position": "0.00;20255.00", "size": "159;23", "children": [{"name": null, "role": "AXTextField", "description": null, "role_description": "text field", "value": "Untitled design(4).png", "position": "41.00;20256.00", "size": "102;20", "children": []}]}, {"name": null, "role": "AXRow", "description": null, "role_description": "outline row", "value": null, "position": "0.00;20278.00", "size": "159;23", "children": [{"name": null, "role": "AXTextField", "description": null, "role_description": "text field", "value": "Untitled design(5).png", "position": "41.00;20279.00", "size": "102;20", "children": []}]}, {"name": null, "role": "AXRow", "description": null, "role_description": "outline row", "value": null, "position": "0.00;20301.00", "size": "159;23", "children": [{"name": null, "role": "AXTextField", "description": null, "role_description": "text field", "value": "Untitled design(6).png", "position": "41.00;20302.00", "size": "102;20", "children": []}]}, {"name": null, "role": "AXRow", "description": null, "role_description": "outline row", "value": null, "position": "0.00;20324.00", "size": "159;23", "children": [{"name": null, "role": "AXTextField", "description": null, "role_description": "text field", "value": "Untitled design(7).png", "position": "41.00;20325.00", "size": "102;20", "children": []}]}, {"name": null, "role": "AXRow", "description": null, "role_description": "outline row", "value": null, "position": "0.00;20347.00", "size": "159;23", "children": [{"name": null, "role": "AXTextField", "description": null, "role_description": "text field", "value": "Untitled design(8).png", "position": "41.00;20348.00", "size": "102;20", "children": []}]}, {"name": null, "role": "AXRow", "description": null, "role_description": "outline row", "value": null, "position": "0.00;20370.00", "size": "159;23", "children": [{"name": null, "role": "AXTextField", "description": null, "role_description": "text field", "value": "Untitled design(9).png", "position": "41.00;20371.00", "size": "102;20", "children": []}]}, {"name": null, "role": "AXRow", "description": null, "role_description": "outline row", "value": null, "position": "0.00;20393.00", "size": "159;23", "children": [{"name": null, "role": "AXTextField", "description": null, "role_description": "text field", "value": "Untitled design(10).png", "position": "41.00;20394.00", "size": "102;20", "children": []}]}, {"name": null, "role": "AXRow", "description": null, "role_description": "outline row", "value": null, "position": "0.00;20416.00", "size": "159;23", "children": [{"name": null, "role": "AXTextField", "description": null, "role_description": "text field", "value": "Untitled design(11).png", "position": "41.00;20417.00", "size": "102;20", "children": []}]}, {"name": null, "role": "AXRow", "description": null, "role_description": "outline row", "value": null, "position": "0.00;20439.00", "size": "159;23", "children": [{"name": null, "role": "AXTextField", "description": null, "role_description": "text field", "value": "Untitled design(12).png", "position": "41.00;20440.00", "size": "102;20", "children": []}]}, {"name": null, "role": "AXRow", "description": null, "role_description": "outline row", "value": null, "position": "0.00;20462.00", "size": "159;23", "children": [{"name": null, "role": "AXTextField", "description": null, "role_description": "text field", "value": "Untitled design(13).png", "position": "41.00;20463.00", "size": "102;20", "children": []}]}, {"name": null, "role": "AXRow", "description": null, "role_description": "outline row", "value": null, "position": "0.00;20485.00", "size": "159;23", "children": [{"name": null, "role": "AXTextField", "description": null, "role_description": "text field", "value": "Untitled design(14).png", "position": "41.00;20486.00", "size": "102;20", "children": []}]}, {"name": null, "role": "AXRow", "description": null, "role_description": "outline row", "value": null, "position": "0.00;20508.00", "size": "159;23", "children": [{"name": null, "role": "AXTextField", "description": null, "role_description": "text field", "value": "Untitled design(15).png", "position": "41.00;20509.00", "size": "102;20", "children": []}]}, {"name": null, "role": "AXRow", "description": null, "role_description": "outline row", "value": null, "position": "0.00;20531.00", "size": "159;23", "children": [{"name": null, "role": "AXTextField", "description": null, "role_description": "text field", "value": "Untitled design(16).png", "position": "41.00;20532.00", "size": "102;20", "children": []}]}, {"name": null, "role": "AXRow", "description": null, "role_description": "outline row", "value": null, "position": "0.00;20554.00", "size": "159;23", "children": [{"name": null, "role": "AXTextField", "description": null, "role_description": "text field", "value": "Untitled spreadsheet - Sheet1.csv", "position": "41.00;20555.00", "size": "102;20", "children": []}]}, {"name": null, "role": "AXRow", "description": null, "role_description": "outline row", "value": null, "position": "0.00;20577.00", "size": "159;23", "children": [{"name": null, "role": "AXTextField", "description": null, "role_description": "text field", "value": "Untitled.jpg", "position": "41.00;20578.00", "size": "102;20", "children": []}]}, {"name": null, "role": "AXRow", "description": null, "role_description": "outline row", "value": null, "position": "0.00;20600.00", "size": "159;23", "children": [{"name": null, "role": "AXTextField", "description": null, "role_description": "text field", "value": "v09044g40000cm5bgbvog65h7qsq3dkg.MP4", "position": "41.00;20601.00", "size": "102;20", "children": []}]}, {"name": null, "role": "AXRow", "description": null, "role_description": "outline row", "value": null, "position": "0.00;20623.00", "size": "159;23", "children": [{"name": null, "role": "AXGroup", "description": null, "role_description": "group", "value": null, "position": "10.00;20623.00", "size": "139;23", "children": [{"name": null, "role": "AXDisclosureTriangle", "description": null, "role_description": "disclosure triangle", "value": 0, "position": "28.00;20624.00", "size": "13;20", "children": []}, {"name": null, "role": "AXTextField", "description": null, "role_description": "text field", "value": "val_imgs", "position": "41.00;20624.00", "size": "102;20", "children": []}]}]}, {"name": null, "role": "AXRow", "description": null, "role_description": "outline row", "value": null, "position": "0.00;20646.00", "size": "159;23", "children": [{"name": null, "role": "AXTextField", "description": null, "role_description": "text field", "value": "val_imgs.zip", "position": "41.00;20647.00", "size": "102;20", "children": []}]}, {"name": null, "role": "AXRow", "description": null, "role_description": "outline row", "value": null, "position": "0.00;20669.00", "size": "159;23", "children": [{"name": null, "role": "AXTextField", "description": null, "role_description": "text field", "value": "Vasyl Pokutytskyi (Senior Python Engineer) CV 2024 - Google Docs - Vasyl Pokutytskyi (Senior Python Engineer) CV 2024.pdf", "position": "41.00;20670.00", "size": "102;20", "children": []}]}, {"name": null, "role": "AXRow", "description": null, "role_description": "outline row", "value": null, "position": "0.00;20692.00", "size": "159;23", "children": [{"name": null, "role": "AXTextField", "description": null, "role_description": "text field", "value": "Vasyl Pokutytskyi (Senior Python Engineer) CV 2024-1.pdf", "position": "41.00;20693.00", "size": "102;20", "children": []}]}, {"name": null, "role": "AXRow", "description": null, "role_description": "outline row", "value": null, "position": "0.00;20715.00", "size": "159;23", "children": [{"name": null, "role": "AXTextField", "description": null, "role_description": "text field", "value": "Vasyl Pokutytskyi (Senior Python Engineer) CV 2024.pdf", "position": "41.00;20716.00", "size": "102;20", "children": []}]}, {"name": null, "role": "AXRow", "description": null, "role_description": "outline row", "value": null, "position": "0.00;20738.00", "size": "159;23", "children": [{"name": null, "role": "AXTextField", "description": null, "role_description": "text field", "value": "vasylyna-ks.jpg", "position": "41.00;20739.00", "size": "102;20", "children": []}]}, {"name": null, "role": "AXRow", "description": null, "role_description": "outline row", "value": null, "position": "0.00;20761.00", "size": "159;23", "children": [{"name": null, "role": "AXTextField", "description": null, "role_description": "text field", "value": "video_bg_low.mp4", "position": "41.00;20762.00", "size": "102;20", "children": []}]}, {"name": null, "role": "AXRow", "description": null, "role_description": "outline row", "value": null, "position": "0.00;20784.00", "size": "159;23", "children": [{"name": null, "role": "AXTextField", "description": null, "role_description": "text field", "value": "video_bg_medium.mp4", "position": "41.00;20785.00", "size": "102;20", "children": []}]}, {"name": null, "role": "AXRow", "description": null, "role_description": "outline row", "value": null, "position": "0.00;20807.00", "size": "159;23", "children": [{"name": null, "role": "AXTextField", "description": null, "role_description": "text field", "value": "video_games_sales.csv", "position": "41.00;20808.00", "size": "102;20", "children": []}]}, {"name": null, "role": "AXRow", "description": null, "role_description": "outline row", "value": null, "position": "0.00;20830.00", "size": "159;23", "children": [{"name": null, "role": "AXGroup", "description": null, "role_description": "group", "value": null, "position": "10.00;20830.00", "size": "139;23", "children": [{"name": null, "role": "AXDisclosureTriangle", "description": null, "role_description": "disclosure triangle", "value": 0, "position": "28.00;20831.00", "size": "13;20", "children": []}, {"name": null, "role": "AXTextField", "description": null, "role_description": "text field", "value": "VideoDataset", "position": "41.00;20831.00", "size": "102;20", "children": []}]}]}, {"name": null, "role": "AXRow", "description": null, "role_description": "outline row", "value": null, "position": "0.00;20853.00", "size": "159;23", "children": [{"name": null, "role": "AXTextField", "description": null, "role_description": "text field", "value": "viktor-brit-optimized.jpg", "position": "41.00;20854.00", "size": "102;20", "children": []}]}, {"name": null, "role": "AXRow", "description": null, "role_description": "outline row", "value": null, "position": "0.00;20876.00", "size": "159;23", "children": [{"name": null, "role": "AXTextField", "description": null, "role_description": "text field", "value": "Vilhurin Vadym Bachelor.pdf", "position": "41.00;20877.00", "size": "102;20", "children": []}]}, {"name": null, "role": "AXRow", "description": null, "role_description": "outline row", "value": null, "position": "0.00;20899.00", "size": "159;23", "children": [{"name": null, "role": "AXTextField", "description": null, "role_description": "text field", "value": "Vincent_Moens.pdf", "position": "41.00;20900.00", "size": "102;20", "children": []}]}, {"name": null, "role": "AXRow", "description": null, "role_description": "outline row", "value": null, "position": "0.00;20922.00", "size": "159;23", "children": [{"name": null, "role": "AXGroup", "description": null, "role_description": "group", "value": null, "position": "10.00;20922.00", "size": "139;23", "children": [{"name": null, "role": "AXDisclosureTriangle", "description": null, "role_description": "disclosure triangle", "value": 0, "position": "28.00;20923.00", "size": "13;20", "children": []}, {"name": null, "role": "AXTextField", "description": null, "role_description": "text field", "value": "VistaQR-website-dzygaspaw_com_-1", "position": "41.00;20923.00", "size": "102;20", "children": []}]}]}, {"name": null, "role": "AXRow", "description": null, "role_description": "outline row", "value": null, "position": "0.00;20945.00", "size": "159;23", "children": [{"name": null, "role": "AXTextField", "description": null, "role_description": "text field", "value": "VistaQR-website-dzygaspaw_com_-1.zip", "position": "41.00;20946.00", "size": "102;20", "children": []}]}, {"name": null, "role": "AXRow", "description": null, "role_description": "outline row", "value": null, "position": "0.00;20968.00", "size": "159;23", "children": [{"name": null, "role": "AXGroup", "description": null, "role_description": "group", "value": null, "position": "10.00;20968.00", "size": "139;23", "children": [{"name": null, "role": "AXDisclosureTriangle", "description": null, "role_description": "disclosure triangle", "value": 0, "position": "28.00;20969.00", "size": "13;20", "children": []}, {"name": null, "role": "AXTextField", "description": null, "role_description": "text field", "value": "VistaQR-website-dzygaspaw_com_50-fpv-for-80th-1", "position": "41.00;20969.00", "size": "102;20", "children": []}]}]}, {"name": null, "role": "AXRow", "description": null, "role_description": "outline row", "value": null, "position": "0.00;20991.00", "size": "159;23", "children": [{"name": null, "role": "AXTextField", "description": null, "role_description": "text field", "value": "VistaQR-website-dzygaspaw_com_50-fpv-for-80th-1.zip", "position": "41.00;20992.00", "size": "102;20", "children": []}]}, {"name": null, "role": "AXRow", "description": null, "role_description": "outline row", "value": null, "position": "0.00;21014.00", "size": "159;23", "children": [{"name": null, "role": "AXGroup", "description": null, "role_description": "group", "value": null, "position": "10.00;21014.00", "size": "139;23", "children": [{"name": null, "role": "AXDisclosureTriangle", "description": null, "role_description": "disclosure triangle", "value": 0, "position": "28.00;21015.00", "size": "13;20", "children": []}, {"name": null, "role": "AXTextField", "description": null, "role_description": "text field", "value": "VistaQR-website-pay_fondy_eu_s_mdpxcE-1", "position": "41.00;21015.00", "size": "102;20", "children": []}]}]}, {"name": null, "role": "AXRow", "description": null, "role_description": "outline row", "value": null, "position": "0.00;21037.00", "size": "159;23", "children": [{"name": null, "role": "AXTextField", "description": null, "role_description": "text field", "value": "VistaQR-website-pay_fondy_eu_s_mdpxcE-1.zip", "position": "41.00;21038.00", "size": "102;20", "children": []}]}, {"name": null, "role": "AXRow", "description": null, "role_description": "outline row", "value": null, "position": "0.00;21060.00", "size": "159;23", "children": [{"name": null, "role": "AXGroup", "description": null, "role_description": "group", "value": null, "position": "10.00;21060.00", "size": "139;23", "children": [{"name": null, "role": "AXDisclosureTriangle", "description": null, "role_description": "disclosure triangle", "value": 0, "position": "28.00;21061.00", "size": "13;20", "children": []}, {"name": null, "role": "AXTextField", "description": null, "role_description": "text field", "value": "Visual Studio Code.app", "position": "41.00;21061.00", "size": "102;20", "children": []}]}]}, {"name": null, "role": "AXRow", "description": null, "role_description": "outline row", "value": null, "position": "0.00;21083.00", "size": "159;23", "children": [{"name": null, "role": "AXTextField", "description": null, "role_description": "text field", "value": "vit-classifier.pth", "position": "41.00;21084.00", "size": "102;20", "children": []}]}, {"name": null, "role": "AXRow", "description": null, "role_description": "outline row", "value": null, "position": "0.00;21106.00", "size": "159;23", "children": [{"name": null, "role": "AXTextField", "description": null, "role_description": "text field", "value": "vitl_0069999.pth", "position": "41.00;21107.00", "size": "102;20", "children": []}]}, {"name": null, "role": "AXRow", "description": null, "role_description": "outline row", "value": null, "position": "0.00;21129.00", "size": "159;23", "children": [{"name": null, "role": "AXTextField", "description": null, "role_description": "text field", "value": "Volume.zip", "position": "41.00;21130.00", "size": "102;20", "children": []}]}, {"name": null, "role": "AXRow", "description": null, "role_description": "outline row", "value": null, "position": "0.00;21152.00", "size": "159;23", "children": [{"name": null, "role": "AXTextField", "description": null, "role_description": "text field", "value": "Vorona project Ukr version.key", "position": "41.00;21153.00", "size": "102;20", "children": []}]}, {"name": null, "role": "AXRow", "description": null, "role_description": "outline row", "value": null, "position": "0.00;21175.00", "size": "159;23", "children": [{"name": null, "role": "AXTextField", "description": null, "role_description": "text field", "value": "VSCode-darwin-universal.zip", "position": "41.00;21176.00", "size": "102;20", "children": []}]}, {"name": null, "role": "AXRow", "description": null, "role_description": "outline row", "value": null, "position": "0.00;21198.00", "size": "159;23", "children": [{"name": null, "role": "AXTextField", "description": null, "role_description": "text field", "value": "W&B Chart 22_09_2023, 09 53 05.png", "position": "41.00;21199.00", "size": "102;20", "children": []}]}, {"name": null, "role": "AXRow", "description": null, "role_description": "outline row", "value": null, "position": "0.00;21221.00", "size": "159;23", "children": [{"name": null, "role": "AXTextField", "description": null, "role_description": "text field", "value": "W&B Chart 22_09_2023, 09 58 34.png", "position": "41.00;21222.00", "size": "102;20", "children": []}]}, {"name": null, "role": "AXRow", "description": null, "role_description": "outline row", "value": null, "position": "0.00;21244.00", "size": "159;23", "children": [{"name": null, "role": "AXTextField", "description": null, "role_description": "text field", "value": "weather.gif", "position": "41.00;21245.00", "size": "102;20", "children": []}]}, {"name": null, "role": "AXRow", "description": null, "role_description": "outline row", "value": null, "position": "0.00;21267.00", "size": "159;23", "children": [{"name": null, "role": "AXTextField", "description": null, "role_description": "text field", "value": "weather.mp4", "position": "41.00;21268.00", "size": "102;20", "children": []}]}, {"name": null, "role": "AXRow", "description": null, "role_description": "outline row", "value": null, "position": "0.00;21290.00", "size": "159;23", "children": [{"name": null, "role": "AXTextField", "description": null, "role_description": "text field", "value": "weather.webm", "position": "41.00;21291.00", "size": "102;20", "children": []}]}, {"name": null, "role": "AXRow", "description": null, "role_description": "outline row", "value": null, "position": "0.00;21313.00", "size": "159;23", "children": [{"name": null, "role": "AXTextField", "description": null, "role_description": "text field", "value": "White Modern Recipe Card-1.pdf", "position": "41.00;21314.00", "size": "102;20", "children": []}]}, {"name": null, "role": "AXRow", "description": null, "role_description": "outline row", "value": null, "position": "0.00;21336.00", "size": "159;23", "children": [{"name": null, "role": "AXTextField", "description": null, "role_description": "text field", "value": "White Modern Recipe Card.pdf", "position": "41.00;21337.00", "size": "102;20", "children": []}]}, {"name": null, "role": "AXRow", "description": null, "role_description": "outline row", "value": null, "position": "0.00;21359.00", "size": "159;23", "children": [{"name": null, "role": "AXTextField", "description": null, "role_description": "text field", "value": "White Modern Recipe Card.png", "position": "41.00;21360.00", "size": "102;20", "children": []}]}, {"name": null, "role": "AXRow", "description": null, "role_description": "outline row", "value": null, "position": "0.00;21382.00", "size": "159;23", "children": [{"name": null, "role": "AXTextField", "description": null, "role_description": "text field", "value": "Win a Scholarship to Study in the UK.mp4", "position": "41.00;21383.00", "size": "102;20", "children": []}]}, {"name": null, "role": "AXRow", "description": null, "role_description": "outline row", "value": null, "position": "0.00;21405.00", "size": "159;23", "children": [{"name": null, "role": "AXTextField", "description": null, "role_description": "text field", "value": "window_parsing.py", "position": "41.00;21406.00", "size": "102;20", "children": []}]}, {"name": null, "role": "AXRow", "description": null, "role_description": "outline row", "value": null, "position": "0.00;21428.00", "size": "159;23", "children": [{"name": null, "role": "AXTextField", "description": null, "role_description": "text field", "value": "Workplace.pdf", "position": "41.00;21429.00", "size": "102;20", "children": []}]}, {"name": null, "role": "AXRow", "description": null, "role_description": "outline row", "value": null, "position": "0.00;21451.00", "size": "159;23", "children": [{"name": null, "role": "AXTextField", "description": null, "role_description": "text field", "value": "workshop2_ audience analysis.mp4", "position": "41.00;21452.00", "size": "102;20", "children": []}]}, {"name": null, "role": "AXRow", "description": null, "role_description": "outline row", "value": null, "position": "0.00;21474.00", "size": "159;23", "children": [{"name": null, "role": "AXTextField", "description": null, "role_description": "text field", "value": "wrapped.csv", "position": "41.00;21475.00", "size": "102;20", "children": []}]}, {"name": null, "role": "AXRow", "description": null, "role_description": "outline row", "value": null, "position": "0.00;21497.00", "size": "159;23", "children": [{"name": null, "role": "AXTextField", "description": null, "role_description": "text field", "value": "wrapped(2).csv", "position": "41.00;21498.00", "size": "102;20", "children": []}]}, {"name": null, "role": "AXRow", "description": null, "role_description": "outline row", "value": null, "position": "0.00;21520.00", "size": "159;23", "children": [{"name": null, "role": "AXTextField", "description": null, "role_description": "text field", "value": "wrapped(3).csv", "position": "41.00;21521.00", "size": "102;20", "children": []}]}, {"name": null, "role": "AXRow", "description": null, "role_description": "outline row", "value": null, "position": "0.00;21543.00", "size": "159;23", "children": [{"name": null, "role": "AXTextField", "description": null, "role_description": "text field", "value": "wrapped(4).csv", "position": "41.00;21544.00", "size": "102;20", "children": []}]}, {"name": null, "role": "AXRow", "description": null, "role_description": "outline row", "value": null, "position": "0.00;21566.00", "size": "159;23", "children": [{"name": null, "role": "AXTextField", "description": null, "role_description": "text field", "value": "wrapped(5).csv", "position": "41.00;21567.00", "size": "102;20", "children": []}]}, {"name": null, "role": "AXRow", "description": null, "role_description": "outline row", "value": null, "position": "0.00;21589.00", "size": "159;23", "children": [{"name": null, "role": "AXTextField", "description": null, "role_description": "text field", "value": "xcode.png", "position": "41.00;21590.00", "size": "102;20", "children": []}]}, {"name": null, "role": "AXRow", "description": null, "role_description": "outline row", "value": null, "position": "0.00;21612.00", "size": "159;23", "children": [{"name": null, "role": "AXTextField", "description": null, "role_description": "text field", "value": "xu-junshen-phd-eecs-2023-thesis.pdf", "position": "41.00;21613.00", "size": "102;20", "children": []}]}, {"name": null, "role": "AXRow", "description": null, "role_description": "outline row", "value": null, "position": "0.00;21635.00", "size": "159;23", "children": [{"name": null, "role": "AXTextField", "description": null, "role_description": "text field", "value": "xy.gif", "position": "41.00;21636.00", "size": "102;20", "children": []}]}, {"name": null, "role": "AXRow", "description": null, "role_description": "outline row", "value": null, "position": "0.00;21658.00", "size": "159;23", "children": [{"name": null, "role": "AXTextField", "description": null, "role_description": "text field", "value": "xz.gif", "position": "41.00;21659.00", "size": "102;20", "children": []}]}, {"name": null, "role": "AXRow", "description": null, "role_description": "outline row", "value": null, "position": "0.00;21681.00", "size": "159;23", "children": [{"name": null, "role": "AXTextField", "description": null, "role_description": "text field", "value": "years_stats.html", "position": "41.00;21682.00", "size": "102;20", "children": []}]}, {"name": null, "role": "AXRow", "description": null, "role_description": "outline row", "value": null, "position": "0.00;21704.00", "size": "159;23", "children": [{"name": null, "role": "AXGroup", "description": null, "role_description": "group", "value": null, "position": "10.00;21704.00", "size": "139;23", "children": [{"name": null, "role": "AXDisclosureTriangle", "description": null, "role_description": "disclosure triangle", "value": 0, "position": "28.00;21705.00", "size": "13;20", "children": []}, {"name": null, "role": "AXTextField", "description": null, "role_description": "text field", "value": "yolo", "position": "41.00;21705.00", "size": "102;20", "children": []}]}]}, {"name": null, "role": "AXRow", "description": null, "role_description": "outline row", "value": null, "position": "0.00;21727.00", "size": "159;23", "children": [{"name": null, "role": "AXGroup", "description": null, "role_description": "group", "value": null, "position": "10.00;21727.00", "size": "139;23", "children": [{"name": null, "role": "AXDisclosureTriangle", "description": null, "role_description": "disclosure triangle", "value": 0, "position": "28.00;21728.00", "size": "13;20", "children": []}, {"name": null, "role": "AXTextField", "description": null, "role_description": "text field", "value": "yolo_format", "position": "41.00;21728.00", "size": "102;20", "children": []}]}]}, {"name": null, "role": "AXRow", "description": null, "role_description": "outline row", "value": null, "position": "0.00;21750.00", "size": "159;23", "children": [{"name": null, "role": "AXGroup", "description": null, "role_description": "group", "value": null, "position": "10.00;21750.00", "size": "139;23", "children": [{"name": null, "role": "AXDisclosureTriangle", "description": null, "role_description": "disclosure triangle", "value": 0, "position": "28.00;21751.00", "size": "13;20", "children": []}, {"name": null, "role": "AXTextField", "description": null, "role_description": "text field", "value": "yolo_format_2", "position": "41.00;21751.00", "size": "102;20", "children": []}]}]}, {"name": null, "role": "AXRow", "description": null, "role_description": "outline row", "value": null, "position": "0.00;21773.00", "size": "159;23", "children": [{"name": null, "role": "AXTextField", "description": null, "role_description": "text field", "value": "yolo_format_2.zip", "position": "41.00;21774.00", "size": "102;20", "children": []}]}, {"name": null, "role": "AXRow", "description": null, "role_description": "outline row", "value": null, "position": "0.00;21796.00", "size": "159;23", "children": [{"name": null, "role": "AXTextField", "description": null, "role_description": "text field", "value": "yolo_format.zip", "position": "41.00;21797.00", "size": "102;20", "children": []}]}, {"name": null, "role": "AXRow", "description": null, "role_description": "outline row", "value": null, "position": "0.00;21819.00", "size": "159;23", "children": [{"name": null, "role": "AXTextField", "description": null, "role_description": "text field", "value": "yolo.zip", "position": "41.00;21820.00", "size": "102;20", "children": []}]}, {"name": null, "role": "AXRow", "description": null, "role_description": "outline row", "value": null, "position": "0.00;21842.00", "size": "159;23", "children": [{"name": null, "role": "AXTextField", "description": null, "role_description": "text field", "value": "Your Graduation Ticket.jpg", "position": "41.00;21843.00", "size": "102;20", "children": []}]}, {"name": null, "role": "AXRow", "description": null, "role_description": "outline row", "value": null, "position": "0.00;21865.00", "size": "159;23", "children": [{"name": null, "role": "AXTextField", "description": null, "role_description": "text field", "value": "Your Graduation Ticket(1).jpg", "position": "41.00;21866.00", "size": "102;20", "children": []}]}, {"name": null, "role": "AXRow", "description": null, "role_description": "outline row", "value": null, "position": "0.00;21888.00", "size": "159;23", "children": [{"name": null, "role": "AXTextField", "description": null, "role_description": "text field", "value": "Your payment to The Osney Arms Guest House.eml", "position": "41.00;21889.00", "size": "102;20", "children": []}]}, {"name": null, "role": "AXRow", "description": null, "role_description": "outline row", "value": null, "position": "0.00;21911.00", "size": "159;23", "children": [{"name": null, "role": "AXTextField", "description": null, "role_description": "text field", "value": "YQT8IK0o.jpg", "position": "41.00;21912.00", "size": "102;20", "children": []}]}, {"name": null, "role": "AXRow", "description": null, "role_description": "outline row", "value": null, "position": "0.00;21934.00", "size": "159;23", "children": [{"name": null, "role": "AXTextField", "description": null, "role_description": "text field", "value": "Yurii Samusenko CV 2024.pdf", "position": "41.00;21935.00", "size": "102;20", "children": []}]}, {"name": null, "role": "AXRow", "description": null, "role_description": "outline row", "value": null, "position": "0.00;21957.00", "size": "159;23", "children": [{"name": null, "role": "AXTextField", "description": null, "role_description": "text field", "value": "yz_NLSA.gif", "position": "41.00;21958.00", "size": "102;20", "children": []}]}, {"name": null, "role": "AXRow", "description": null, "role_description": "outline row", "value": null, "position": "0.00;21980.00", "size": "159;23", "children": [{"name": null, "role": "AXTextField", "description": null, "role_description": "text field", "value": "yz_UNet.gif", "position": "41.00;21981.00", "size": "102;20", "children": []}]}, {"name": null, "role": "AXRow", "description": null, "role_description": "outline row", "value": null, "position": "0.00;22003.00", "size": "159;23", "children": [{"name": null, "role": "AXTextField", "description": null, "role_description": "text field", "value": "zoom_background_video_designs.mp4", "position": "41.00;22004.00", "size": "102;20", "children": []}]}, {"name": null, "role": "AXRow", "description": null, "role_description": "outline row", "value": null, "position": "0.00;22026.00", "size": "159;23", "children": [{"name": null, "role": "AXTextField", "description": null, "role_description": "text field", "value": "Zotero-6.0.26.dmg", "position": "41.00;22027.00", "size": "102;20", "children": []}]}, {"name": null, "role": "AXRow", "description": null, "role_description": "outline row", "value": null, "position": "0.00;22049.00", "size": "159;23", "children": [{"name": null, "role": "AXTextField", "description": null, "role_description": "text field", "value": "Zotero-6.0.27.dmg", "position": "41.00;22050.00", "size": "102;20", "children": []}]}, {"name": null, "role": "AXRow", "description": null, "role_description": "outline row", "value": null, "position": "0.00;22072.00", "size": "159;23", "children": [{"name": null, "role": "AXTextField", "description": null, "role_description": "text field", "value": "БанановийХліб.pdf", "position": "41.00;22073.00", "size": "102;20", "children": []}]}, {"name": null, "role": "AXRow", "description": null, "role_description": "outline row", "value": null, "position": "0.00;22095.00", "size": "159;23", "children": [{"name": null, "role": "AXTextField", "description": null, "role_description": "text field", "value": "ВС РФ — Неолурк, народный Lurkmore.html", "position": "41.00;22096.00", "size": "102;20", "children": []}]}, {"name": null, "role": "AXRow", "description": null, "role_description": "outline row", "value": null, "position": "0.00;22118.00", "size": "159;23", "children": [{"name": null, "role": "AXTextField", "description": null, "role_description": "text field", "value": "Голос оленя.mp3", "position": "41.00;22119.00", "size": "102;20", "children": []}]}, {"name": null, "role": "AXRow", "description": null, "role_description": "outline row", "value": null, "position": "0.00;22141.00", "size": "159;23", "children": [{"name": null, "role": "AXTextField", "description": null, "role_description": "text field", "value": "Голос оленя(1).mp3", "position": "41.00;22142.00", "size": "102;20", "children": []}]}, {"name": null, "role": "AXRow", "description": null, "role_description": "outline row", "value": null, "position": "0.00;22164.00", "size": "159;23", "children": [{"name": null, "role": "AXTextField", "description": null, "role_description": "text field", "value": "Діаграма без назви.drawio(2) (1).png", "position": "41.00;22165.00", "size": "102;20", "children": []}]}, {"name": null, "role": "AXRow", "description": null, "role_description": "outline row", "value": null, "position": "0.00;22187.00", "size": "159;23", "children": [{"name": null, "role": "AXTextField", "description": null, "role_description": "text field", "value": "Діаграма без назви.drawio(10).png", "position": "41.00;22188.00", "size": "102;20", "children": []}]}, {"name": null, "role": "AXRow", "description": null, "role_description": "outline row", "value": null, "position": "0.00;22210.00", "size": "159;23", "children": [{"name": null, "role": "AXTextField", "description": null, "role_description": "text field", "value": "Діаграма без назви.drawio(11).png", "position": "41.00;22211.00", "size": "102;20", "children": []}]}, {"name": null, "role": "AXRow", "description": null, "role_description": "outline row", "value": null, "position": "0.00;22233.00", "size": "159;23", "children": [{"name": null, "role": "AXTextField", "description": null, "role_description": "text field", "value": "Діаграма без назви.drawio(12).png", "position": "41.00;22234.00", "size": "102;20", "children": []}]}, {"name": null, "role": "AXRow", "description": null, "role_description": "outline row", "value": null, "position": "0.00;22256.00", "size": "159;23", "children": [{"name": null, "role": "AXTextField", "description": null, "role_description": "text field", "value": "Діаграма без назви(4).drawio", "position": "41.00;22257.00", "size": "102;20", "children": []}]}, {"name": null, "role": "AXRow", "description": null, "role_description": "outline row", "value": null, "position": "0.00;22279.00", "size": "159;23", "children": [{"name": null, "role": "AXTextField", "description": null, "role_description": "text field", "value": "Допоможіть зібрати датасет.mp4", "position": "41.00;22280.00", "size": "102;20", "children": []}]}, {"name": null, "role": "AXRow", "description": null, "role_description": "outline row", "value": null, "position": "0.00;22302.00", "size": "159;23", "children": [{"name": null, "role": "AXTextField", "description": null, "role_description": "text field", "value": "закрити-лиця.jpg", "position": "41.00;22303.00", "size": "102;20", "children": []}]}, {"name": null, "role": "AXRow", "description": null, "role_description": "outline row", "value": null, "position": "0.00;22325.00", "size": "159;23", "children": [{"name": null, "role": "AXTextField", "description": null, "role_description": "text field", "value": "збір до дн.png", "position": "41.00;22326.00", "size": "102;20", "children": []}]}, {"name": null, "role": "AXRow", "description": null, "role_description": "outline row", "value": null, "position": "0.00;22348.00", "size": "159;23", "children": [{"name": null, "role": "AXTextField", "description": null, "role_description": "text field", "value": "збір до дн(1).png", "position": "41.00;22349.00", "size": "102;20", "children": []}]}, {"name": null, "role": "AXRow", "description": null, "role_description": "outline row", "value": null, "position": "0.00;22371.00", "size": "159;23", "children": [{"name": null, "role": "AXTextField", "description": null, "role_description": "text field", "value": "збір до дн(2).png", "position": "41.00;22372.00", "size": "102;20", "children": []}]}, {"name": null, "role": "AXRow", "description": null, "role_description": "outline row", "value": null, "position": "0.00;22394.00", "size": "159;23", "children": [{"name": null, "role": "AXGroup", "description": null, "role_description": "group", "value": null, "position": "10.00;22394.00", "size": "139;23", "children": [{"name": null, "role": "AXDisclosureTriangle", "description": null, "role_description": "disclosure triangle", "value": 0, "position": "28.00;22395.00", "size": "13;20", "children": []}, {"name": null, "role": "AXTextField", "description": null, "role_description": "text field", "value": "зйомка тімки", "position": "41.00;22395.00", "size": "102;20", "children": []}]}]}, {"name": null, "role": "AXRow", "description": null, "role_description": "outline row", "value": null, "position": "0.00;22417.00", "size": "159;23", "children": [{"name": null, "role": "AXTextField", "description": null, "role_description": "text field", "value": "зйомка тімки-20231221T121334Z-001.zip", "position": "41.00;22418.00", "size": "102;20", "children": []}]}, {"name": null, "role": "AXRow", "description": null, "role_description": "outline row", "value": null, "position": "0.00;22440.00", "size": "159;23", "children": [{"name": null, "role": "AXTextField", "description": null, "role_description": "text field", "value": "Змінотворці майбуття (1).mp3", "position": "41.00;22441.00", "size": "102;20", "children": []}]}, {"name": null, "role": "AXRow", "description": null, "role_description": "outline row", "value": null, "position": "0.00;22463.00", "size": "159;23", "children": [{"name": null, "role": "AXTextField", "description": null, "role_description": "text field", "value": "Змінотворці майбуття (2).mp3", "position": "41.00;22464.00", "size": "102;20", "children": []}]}, {"name": null, "role": "AXRow", "description": null, "role_description": "outline row", "value": null, "position": "0.00;22486.00", "size": "159;23", "children": [{"name": null, "role": "AXTextField", "description": null, "role_description": "text field", "value": "Копія English INTENTION sample ind .pdf", "position": "41.00;22487.00", "size": "102;20", "children": []}]}, {"name": null, "role": "AXRow", "description": null, "role_description": "outline row", "value": null, "position": "0.00;22509.00", "size": "159;23", "children": [{"name": null, "role": "AXGroup", "description": null, "role_description": "group", "value": null, "position": "10.00;22509.00", "size": "139;23", "children": [{"name": null, "role": "AXDisclosureTriangle", "description": null, "role_description": "disclosure triangle", "value": 0, "position": "28.00;22510.00", "size": "13;20", "children": []}, {"name": null, "role": "AXTextField", "description": null, "role_description": "text field", "value": "Липа", "position": "41.00;22510.00", "size": "102;20", "children": []}]}]}, {"name": null, "role": "AXRow", "description": null, "role_description": "outline row", "value": null, "position": "0.00;22532.00", "size": "159;23", "children": [{"name": null, "role": "AXTextField", "description": null, "role_description": "text field", "value": "Липа.zip", "position": "41.00;22533.00", "size": "102;20", "children": []}]}, {"name": null, "role": "AXRow", "description": null, "role_description": "outline row", "value": null, "position": "0.00;22555.00", "size": "159;23", "children": [{"name": null, "role": "AXGroup", "description": null, "role_description": "group", "value": null, "position": "10.00;22555.00", "size": "139;23", "children": [{"name": null, "role": "AXDisclosureTriangle", "description": null, "role_description": "disclosure triangle", "value": 0, "position": "28.00;22556.00", "size": "13;20", "children": []}, {"name": null, "role": "AXTextField", "description": null, "role_description": "text field", "value": "Липа(1)", "position": "41.00;22556.00", "size": "102;20", "children": []}]}]}, {"name": null, "role": "AXRow", "description": null, "role_description": "outline row", "value": null, "position": "0.00;22578.00", "size": "159;23", "children": [{"name": null, "role": "AXTextField", "description": null, "role_description": "text field", "value": "Липа(1).zip", "position": "41.00;22579.00", "size": "102;20", "children": []}]}, {"name": null, "role": "AXRow", "description": null, "role_description": "outline row", "value": null, "position": "0.00;22601.00", "size": "159;23", "children": [{"name": null, "role": "AXTextField", "description": null, "role_description": "text field", "value": "Лінк тутай.png", "position": "41.00;22602.00", "size": "102;20", "children": []}]}, {"name": null, "role": "AXRow", "description": null, "role_description": "outline row", "value": null, "position": "0.00;22624.00", "size": "159;23", "children": [{"name": null, "role": "AXGroup", "description": null, "role_description": "group", "value": null, "position": "10.00;22624.00", "size": "139;23", "children": [{"name": null, "role": "AXDisclosureTriangle", "description": null, "role_description": "disclosure triangle", "value": 0, "position": "28.00;22625.00", "size": "13;20", "children": []}, {"name": null, "role": "AXTextField", "description": null, "role_description": "text field", "value": "ЛушКузГумШик", "position": "41.00;22625.00", "size": "102;20", "children": []}]}]}, {"name": null, "role": "AXRow", "description": null, "role_description": "outline row", "value": null, "position": "0.00;22647.00", "size": "159;23", "children": [{"name": null, "role": "AXTextField", "description": null, "role_description": "text field", "value": "махно.jpg", "position": "41.00;22648.00", "size": "102;20", "children": []}]}, {"name": null, "role": "AXRow", "description": null, "role_description": "outline row", "value": null, "position": "0.00;22670.00", "size": "159;23", "children": [{"name": null, "role": "AXTextField", "description": null, "role_description": "text field", "value": "Методологія.pdf", "position": "41.00;22671.00", "size": "102;20", "children": []}]}, {"name": null, "role": "AXRow", "description": null, "role_description": "outline row", "value": null, "position": "0.00;22693.00", "size": "159;23", "children": [{"name": null, "role": "AXTextField", "description": null, "role_description": "text field", "value": "Море.mp3", "position": "41.00;22694.00", "size": "102;20", "children": []}]}, {"name": null, "role": "AXRow", "description": null, "role_description": "outline row", "value": null, "position": "0.00;22716.00", "size": "159;23", "children": [{"name": null, "role": "AXTextField", "description": null, "role_description": "text field", "value": "Море.mp4", "position": "41.00;22717.00", "size": "102;20", "children": []}]}, {"name": null, "role": "AXRow", "description": null, "role_description": "outline row", "value": null, "position": "0.00;22739.00", "size": "159;23", "children": [{"name": null, "role": "AXTextField", "description": null, "role_description": "text field", "value": "Море(1).mp4", "position": "41.00;22740.00", "size": "102;20", "children": []}]}, {"name": null, "role": "AXRow", "description": null, "role_description": "outline row", "value": null, "position": "0.00;22762.00", "size": "159;23", "children": [{"name": null, "role": "AXGroup", "description": null, "role_description": "group", "value": null, "position": "10.00;22762.00", "size": "139;23", "children": [{"name": null, "role": "AXDisclosureTriangle", "description": null, "role_description": "disclosure triangle", "value": 0, "position": "28.00;22763.00", "size": "13;20", "children": []}, {"name": null, "role": "AXTextField", "description": null, "role_description": "text field", "value": "Північна Ірландія", "position": "41.00;22763.00", "size": "102;20", "children": []}]}]}, {"name": null, "role": "AXRow", "description": null, "role_description": "outline row", "value": null, "position": "0.00;22785.00", "size": "159;23", "children": [{"name": null, "role": "AXGroup", "description": null, "role_description": "group", "value": null, "position": "10.00;22785.00", "size": "139;23", "children": [{"name": null, "role": "AXDisclosureTriangle", "description": null, "role_description": "disclosure triangle", "value": 0, "position": "28.00;22786.00", "size": "13;20", "children": []}, {"name": null, "role": "AXTextField", "description": null, "role_description": "text field", "value": "Північна Ірландія 2", "position": "41.00;22786.00", "size": "102;20", "children": []}]}]}, {"name": null, "role": "AXRow", "description": null, "role_description": "outline row", "value": null, "position": "0.00;22808.00", "size": "159;23", "children": [{"name": null, "role": "AXGroup", "description": null, "role_description": "group", "value": null, "position": "10.00;22808.00", "size": "139;23", "children": [{"name": null, "role": "AXDisclosureTriangle", "description": null, "role_description": "disclosure triangle", "value": 0, "position": "28.00;22809.00", "size": "13;20", "children": []}, {"name": null, "role": "AXTextField", "description": null, "role_description": "text field", "value": "Північна Ірландія 3", "position": "41.00;22809.00", "size": "102;20", "children": []}]}]}, {"name": null, "role": "AXRow", "description": null, "role_description": "outline row", "value": null, "position": "0.00;22831.00", "size": "159;23", "children": [{"name": null, "role": "AXGroup", "description": null, "role_description": "group", "value": null, "position": "10.00;22831.00", "size": "139;23", "children": [{"name": null, "role": "AXDisclosureTriangle", "description": null, "role_description": "disclosure triangle", "value": 0, "position": "28.00;22832.00", "size": "13;20", "children": []}, {"name": null, "role": "AXTextField", "description": null, "role_description": "text field", "value": "Північна Ірландія 4", "position": "41.00;22832.00", "size": "102;20", "children": []}]}]}, {"name": null, "role": "AXRow", "description": null, "role_description": "outline row", "value": null, "position": "0.00;22854.00", "size": "159;23", "children": [{"name": null, "role": "AXTextField", "description": null, "role_description": "text field", "value": "Посібник з базової ідентифікації боєприпасів в Україні В. 5.0 31.10.2023.pdf", "position": "41.00;22855.00", "size": "102;20", "children": []}]}, {"name": null, "role": "AXRow", "description": null, "role_description": "outline row", "value": null, "position": "0.00;22877.00", "size": "159;23", "children": [{"name": null, "role": "AXTextField", "description": null, "role_description": "text field", "value": "Програма медичного страхування_дорослі.xlsx", "position": "41.00;22878.00", "size": "102;20", "children": []}]}, {"name": null, "role": "AXRow", "description": null, "role_description": "outline row", "value": null, "position": "0.00;22900.00", "size": "159;23", "children": [{"name": null, "role": "AXTextField", "description": null, "role_description": "text field", "value": "ТЗ для дизайнера.docx", "position": "41.00;22901.00", "size": "102;20", "children": []}]}, {"name": null, "role": "AXRow", "description": null, "role_description": "outline row", "value": null, "position": "0.00;22923.00", "size": "159;23", "children": [{"name": null, "role": "AXTextField", "description": null, "role_description": "text field", "value": "ТЗ для дизайнера.docx-1 en.pdf", "position": "41.00;22924.00", "size": "102;20", "children": []}]}, {"name": null, "role": "AXRow", "description": null, "role_description": "outline row", "value": null, "position": "0.00;22946.00", "size": "159;23", "children": [{"name": null, "role": "AXTextField", "description": null, "role_description": "text field", "value": "ТЗ для дизайнера.docx-1.pdf", "position": "41.00;22947.00", "size": "102;20", "children": []}]}, {"name": null, "role": "AXRow", "description": null, "role_description": "outline row", "value": null, "position": "0.00;22969.00", "size": "159;23", "children": [{"name": null, "role": "AXTextField", "description": null, "role_description": "text field", "value": "ТЗ для дизайнера.docx.pdf", "position": "41.00;22970.00", "size": "102;20", "children": []}]}, {"name": null, "role": "AXRow", "description": null, "role_description": "outline row", "value": null, "position": "0.00;22992.00", "size": "159;23", "children": [{"name": null, "role": "AXGroup", "description": null, "role_description": "group", "value": null, "position": "10.00;22992.00", "size": "139;23", "children": [{"name": null, "role": "AXDisclosureTriangle", "description": null, "role_description": "disclosure triangle", "value": 0, "position": "28.00;22993.00", "size": "13;20", "children": []}, {"name": null, "role": "AXTextField", "description": null, "role_description": "text field", "value": "Шукай", "position": "41.00;22993.00", "size": "102;20", "children": []}]}]}, {"name": null, "role": "AXRow", "description": null, "role_description": "outline row", "value": null, "position": "0.00;23015.00", "size": "159;23", "children": [{"name": null, "role": "AXTextField", "description": null, "role_description": "text field", "value": "Шукай-20231222T171537Z-001.zip", "position": "41.00;23016.00", "size": "102;20", "children": []}]}]}, {"name": null, "role": "AXScrollBar", "description": null, "role_description": "scroll bar", "value": 0.0, "position": "143.00;51.00", "size": "16;564", "children": [{"name": null, "role": "AXValueIndicator", "description": null, "role_description": "value indicator", "value": 0.0, "position": "147.00;52.00", "size": "12;26", "children": []}, {"name": null, "role": "AXButton", "description": null, "role_description": "increment arrow button", "value": null, "position": "143.00;51.00", "size": "0;0", "children": []}, {"name": null, "role": "AXButton", "description": null, "role_description": "decrement arrow button", "value": null, "position": "143.00;51.00", "size": "0;0", "children": []}, {"name": null, "role": "AXButton", "description": null, "role_description": "increment page button", "value": null, "position": "147.00;78.00", "size": "12;537", "children": []}, {"name": null, "role": "AXButton", "description": null, "role_description": "decrement page button", "value": null, "position": "147.00;51.00", "size": "12;1", "children": []}]}]}, {"name": null, "role": "AXSplitter", "description": null, "role_description": "splitter", "value": 158.0, "position": "158.00;51.00", "size": "1;590", "children": []}, {"name": null, "role": "AXGroup", "description": null, "role_description": "group", "value": null, "position": "159.00;51.00", "size": "479;590", "children": [{"name": null, "role": "AXList", "description": "path", "role_description": "list", "value": null, "position": "159.00;52.00", "size": "479;20", "children": [{"name": null, "role": "AXStaticText", "description": null, "role_description": "text", "value": "00.zip", "position": "159.00;52.00", "size": "61;20", "children": []}]}, {"name": null, "role": "AXScrollArea", "description": null, "role_description": "scroll area", "value": null, "position": "158.00;71.00", "size": "481;571", "children": [{"name": null, "role": "AXOutline", "description": null, "role_description": "outline", "value": null, "position": "158.00;99.00", "size": "953;147876", "children": [{"name": null, "role": "AXRow", "description": null, "role_description": "outline row", "value": null, "position": "158.00;104.00", "size": "953;21", "children": [{"name": null, "role": "AXGroup", "description": null, "role_description": "group", "value": null, "position": "168.00;104.00", "size": "208;21", "children": [{"name": null, "role": "AXDisclosureTriangle", "description": null, "role_description": "disclosure triangle", "value": 1, "position": "170.00;105.00", "size": "13;19", "children": []}, {"name": null, "role": "AXTextField", "description": null, "role_description": "text field", "value": "00", "position": "183.00;105.00", "size": "191;19", "children": []}]}, {"name": null, "role": "AXTextField", "description": null, "role_description": "text field", "value": "2023-12-14 16:11:27", "position": "377.00;105.00", "size": "115;19", "children": []}, {"name": null, "role": "AXTextField", "description": null, "role_description": "text field", "value": "56.1 MB", "position": "495.00;105.00", "size": "64;19", "children": []}, {"name": null, "role": "AXTextField", "description": null, "role_description": "text field", "value": "Folder", "position": "562.00;105.00", "size": "137;19", "children": []}, {"name": null, "role": "AXTextField", "description": null, "role_description": "text field", "value": "54.5 MB", "position": "702.00;105.00", "size": "60;19", "children": []}, {"name": null, "role": "AXTextField", "description": null, "role_description": "text field", "value": "drwxr-xr-x", "position": "765.00;105.00", "size": "62;19", "children": []}, {"name": null, "role": "AXStaticText", "description": null, "role_description": "text", "value": "", "position": "830.00;105.00", "size": "64;19", "children": []}, {"name": null, "role": "AXTextField", "description": null, "role_description": "text field", "value": "", "position": "897.00;105.00", "size": "64;19", "children": []}, {"name": null, "role": "AXTextField", "description": null, "role_description": "text field", "value": "56.1 MB", "position": "964.00;105.00", "size": "64;19", "children": []}, {"name": null, "role": "AXTextField", "description": null, "role_description": "text field", "value": "Store", "position": "1031.00;105.00", "size": "64;19", "children": []}]}, {"name": null, "role": "AXRow", "description": null, "role_description": "outline row", "value": null, "position": "158.00;125.00", "size": "953;21", "children": [{"name": null, "role": "AXGroup", "description": null, "role_description": "group", "value": null, "position": "168.00;125.00", "size": "208;21", "children": [{"name": null, "role": "AXDisclosureTriangle", "description": null, "role_description": "disclosure triangle", "value": 1, "position": "183.00;126.00", "size": "13;19", "children": []}, {"name": null, "role": "AXTextField", "description": null, "role_description": "text field", "value": "01", "position": "196.00;126.00", "size": "178;19", "children": []}]}, {"name": null, "role": "AXTextField", "description": null, "role_description": "text field", "value": "2023-12-14 16:14:16", "position": "377.00;126.00", "size": "115;19", "children": []}, {"name": null, "role": "AXTextField", "description": null, "role_description": "text field", "value": "56.1 MB", "position": "495.00;126.00", "size": "64;19", "children": []}, {"name": null, "role": "AXTextField", "description": null, "role_description": "text field", "value": "Folder", "position": "562.00;126.00", "size": "137;19", "children": []}, {"name": null, "role": "AXTextField", "description": null, "role_description": "text field", "value": "54.5 MB", "position": "702.00;126.00", "size": "60;19", "children": []}, {"name": null, "role": "AXTextField", "description": null, "role_description": "text field", "value": "drwxr-xr-x", "position": "765.00;126.00", "size": "62;19", "children": []}, {"name": null, "role": "AXStaticText", "description": null, "role_description": "text", "value": "", "position": "830.00;126.00", "size": "64;19", "children": []}, {"name": null, "role": "AXTextField", "description": null, "role_description": "text field", "value": "", "position": "897.00;126.00", "size": "64;19", "children": []}, {"name": null, "role": "AXTextField", "description": null, "role_description": "text field", "value": "56.1 MB", "position": "964.00;126.00", "size": "64;19", "children": []}, {"name": null, "role": "AXTextField", "description": null, "role_description": "text field", "value": "Store", "position": "1031.00;126.00", "size": "64;19", "children": []}]}, {"name": null, "role": "AXRow", "description": null, "role_description": "outline row", "value": null, "position": "158.00;146.00", "size": "953;21", "children": [{"name": null, "role": "AXGroup", "description": null, "role_description": "group", "value": null, "position": "168.00;146.00", "size": "208;21", "children": [{"name": null, "role": "AXDisclosureTriangle", "description": null, "role_description": "disclosure triangle", "value": 1, "position": "196.00;147.00", "size": "13;19", "children": []}, {"name": null, "role": "AXTextField", "description": null, "role_description": "text field", "value": "21", "position": "209.00;147.00", "size": "165;19", "children": []}]}, {"name": null, "role": "AXTextField", "description": null, "role_description": "text field", "value": "2023-12-14 16:12:52", "position": "377.00;147.00", "size": "115;19", "children": []}, {"name": null, "role": "AXTextField", "description": null, "role_description": "text field", "value": "47.8 MB", "position": "495.00;147.00", "size": "64;19", "children": []}, {"name": null, "role": "AXTextField", "description": null, "role_description": "text field", "value": "Folder", "position": "562.00;147.00", "size": "137;19", "children": []}, {"name": null, "role": "AXTextField", "description": null, "role_description": "text field", "value": "46.4 MB", "position": "702.00;147.00", "size": "60;19", "children": []}, {"name": null, "role": "AXTextField", "description": null, "role_description": "text field", "value": "drwxr-xr-x", "position": "765.00;147.00", "size": "62;19", "children": []}, {"name": null, "role": "AXStaticText", "description": null, "role_description": "text", "value": "", "position": "830.00;147.00", "size": "64;19", "children": []}, {"name": null, "role": "AXTextField", "description": null, "role_description": "text field", "value": "", "position": "897.00;147.00", "size": "64;19", "children": []}, {"name": null, "role": "AXTextField", "description": null, "role_description": "text field", "value": "47.8 MB", "position": "964.00;147.00", "size": "64;19", "children": []}, {"name": null, "role": "AXTextField", "description": null, "role_description": "text field", "value": "Store", "position": "1031.00;147.00", "size": "64;19", "children": []}]}, {"name": null, "role": "AXRow", "description": null, "role_description": "outline row", "value": null, "position": "158.00;167.00", "size": "953;21", "children": [{"name": null, "role": "AXGroup", "description": null, "role_description": "group", "value": null, "position": "168.00;167.00", "size": "208;21", "children": [{"name": null, "role": "AXDisclosureTriangle", "description": null, "role_description": "disclosure triangle", "value": 0, "position": "209.00;168.00", "size": "13;19", "children": []}, {"name": null, "role": "AXTextField", "description": null, "role_description": "text field", "value": "1213636", "position": "222.00;168.00", "size": "152;19", "children": []}]}, {"name": null, "role": "AXTextField", "description": null, "role_description": "text field", "value": "2023-12-14 16:10:26", "position": "377.00;168.00", "size": "115;19", "children": []}, {"name": null, "role": "AXTextField", "description": null, "role_description": "text field", "value": "5 KB", "position": "495.00;168.00", "size": "64;19", "children": []}, {"name": null, "role": "AXTextField", "description": null, "role_description": "text field", "value": "Folder", "position": "562.00;168.00", "size": "137;19", "children": []}, {"name": null, "role": "AXTextField", "description": null, "role_description": "text field", "value": "5 KB", "position": "702.00;168.00", "size": "60;19", "children": []}, {"name": null, "role": "AXTextField", "description": null, "role_description": "text field", "value": "drwxr-xr-x", "position": "765.00;168.00", "size": "62;19", "children": []}, {"name": null, "role": "AXStaticText", "description": null, "role_description": "text", "value": "", "position": "830.00;168.00", "size": "64;19", "children": []}, {"name": null, "role": "AXTextField", "description": null, "role_description": "text field", "value": "", "position": "897.00;168.00", "size": "64;19", "children": []}, {"name": null, "role": "AXTextField", "description": null, "role_description": "text field", "value": "5 KB", "position": "964.00;168.00", "size": "64;19", "children": []}, {"name": null, "role": "AXTextField", "description": null, "role_description": "text field", "value": "Store", "position": "1031.00;168.00", "size": "64;19", "children": []}]}, {"name": null, "role": "AXRow", "description": null, "role_description": "outline row", "value": null, "position": "158.00;188.00", "size": "953;21", "children": [{"name": null, "role": "AXGroup", "description": null, "role_description": "group", "value": null, "position": "168.00;188.00", "size": "208;21", "children": [{"name": null, "role": "AXDisclosureTriangle", "description": null, "role_description": "disclosure triangle", "value": 0, "position": "209.00;189.00", "size": "13;19", "children": []}, {"name": null, "role": "AXTextField", "description": null, "role_description": "text field", "value": "1211161", "position": "222.00;189.00", "size": "152;19", "children": []}]}, {"name": null, "role": "AXTextField", "description": null, "role_description": "text field", "value": "2023-12-14 16:10:25", "position": "377.00;189.00", "size": "115;19", "children": []}, {"name": null, "role": "AXTextField", "description": null, "role_description": "text field", "value": "6 KB", "position": "495.00;189.00", "size": "64;19", "children": []}, {"name": null, "role": "AXTextField", "description": null, "role_description": "text field", "value": "Folder", "position": "562.00;189.00", "size": "137;19", "children": []}, {"name": null, "role": "AXTextField", "description": null, "role_description": "text field", "value": "6 KB", "position": "702.00;189.00", "size": "60;19", "children": []}, {"name": null, "role": "AXTextField", "description": null, "role_description": "text field", "value": "drwxr-xr-x", "position": "765.00;189.00", "size": "62;19", "children": []}, {"name": null, "role": "AXStaticText", "description": null, "role_description": "text", "value": "", "position": "830.00;189.00", "size": "64;19", "children": []}, {"name": null, "role": "AXTextField", "description": null, "role_description": "text field", "value": "", "position": "897.00;189.00", "size": "64;19", "children": []}, {"name": null, "role": "AXTextField", "description": null, "role_description": "text field", "value": "6 KB", "position": "964.00;189.00", "size": "64;19", "children": []}, {"name": null, "role": "AXTextField", "description": null, "role_description": "text field", "value": "Store", "position": "1031.00;189.00", "size": "64;19", "children": []}]}, {"name": null, "role": "AXRow", "description": null, "role_description": "outline row", "value": null, "position": "158.00;209.00", "size": "953;21", "children": [{"name": null, "role": "AXGroup", "description": null, "role_description": "group", "value": null, "position": "168.00;209.00", "size": "208;21", "children": [{"name": null, "role": "AXDisclosureTriangle", "description": null, "role_description": "disclosure triangle", "value": 0, "position": "209.00;210.00", "size": "13;19", "children": []}, {"name": null, "role": "AXTextField", "description": null, "role_description": "text field", "value": "1214413", "position": "222.00;210.00", "size": "152;19", "children": []}]}, {"name": null, "role": "AXTextField", "description": null, "role_description": "text field", "value": "2023-12-14 16:10:25", "position": "377.00;210.00", "size": "115;19", "children": []}, {"name": null, "role": "AXTextField", "description": null, "role_description": "text field", "value": "5 KB", "position": "495.00;210.00", "size": "64;19", "children": []}, {"name": null, "role": "AXTextField", "description": null, "role_description": "text field", "value": "Folder", "position": "562.00;210.00", "size": "137;19", "children": []}, {"name": null, "role": "AXTextField", "description": null, "role_description": "text field", "value": "5 KB", "position": "702.00;210.00", "size": "60;19", "children": []}, {"name": null, "role": "AXTextField", "description": null, "role_description": "text field", "value": "drwxr-xr-x", "position": "765.00;210.00", "size": "62;19", "children": []}, {"name": null, "role": "AXStaticText", "description": null, "role_description": "text", "value": "", "position": "830.00;210.00", "size": "64;19", "children": []}, {"name": null, "role": "AXTextField", "description": null, "role_description": "text field", "value": "", "position": "897.00;210.00", "size": "64;19", "children": []}, {"name": null, "role": "AXTextField", "description": null, "role_description": "text field", "value": "5 KB", "position": "964.00;210.00", "size": "64;19", "children": []}, {"name": null, "role": "AXTextField", "description": null, "role_description": "text field", "value": "Store", "position": "1031.00;210.00", "size": "64;19", "children": []}]}, {"name": null, "role": "AXRow", "description": null, "role_description": "outline row", "value": null, "position": "158.00;230.00", "size": "953;21", "children": [{"name": null, "role": "AXGroup", "description": null, "role_description": "group", "value": null, "position": "168.00;230.00", "size": "208;21", "children": [{"name": null, "role": "AXDisclosureTriangle", "description": null, "role_description": "disclosure triangle", "value": 0, "position": "209.00;231.00", "size": "13;19", "children": []}, {"name": null, "role": "AXTextField", "description": null, "role_description": "text field", "value": "1211353", "position": "222.00;231.00", "size": "152;19", "children": []}]}, {"name": null, "role": "AXTextField", "description": null, "role_description": "text field", "value": "2023-12-14 16:10:31", "position": "377.00;231.00", "size": "115;19", "children": []}, {"name": null, "role": "AXTextField", "description": null, "role_description": "text field", "value": "5 KB", "position": "495.00;231.00", "size": "64;19", "children": []}, {"name": null, "role": "AXTextField", "description": null, "role_description": "text field", "value": "Folder", "position": "562.00;231.00", "size": "137;19", "children": []}, {"name": null, "role": "AXTextField", "description": null, "role_description": "text field", "value": "5 KB", "position": "702.00;231.00", "size": "60;19", "children": []}, {"name": null, "role": "AXTextField", "description": null, "role_description": "text field", "value": "drwxr-xr-x", "position": "765.00;231.00", "size": "62;19", "children": []}, {"name": null, "role": "AXStaticText", "description": null, "role_description": "text", "value": "", "position": "830.00;231.00", "size": "64;19", "children": []}, {"name": null, "role": "AXTextField", "description": null, "role_description": "text field", "value": "", "position": "897.00;231.00", "size": "64;19", "children": []}, {"name": null, "role": "AXTextField", "description": null, "role_description": "text field", "value": "5 KB", "position": "964.00;231.00", "size": "64;19", "children": []}, {"name": null, "role": "AXTextField", "description": null, "role_description": "text field", "value": "Store", "position": "1031.00;231.00", "size": "64;19", "children": []}]}, {"name": null, "role": "AXRow", "description": null, "role_description": "outline row", "value": null, "position": "158.00;251.00", "size": "953;21", "children": [{"name": null, "role": "AXGroup", "description": null, "role_description": "group", "value": null, "position": "168.00;251.00", "size": "208;21", "children": [{"name": null, "role": "AXDisclosureTriangle", "description": null, "role_description": "disclosure triangle", "value": 0, "position": "209.00;252.00", "size": "13;19", "children": []}, {"name": null, "role": "AXTextField", "description": null, "role_description": "text field", "value": "1210281", "position": "222.00;252.00", "size": "152;19", "children": []}]}, {"name": null, "role": "AXTextField", "description": null, "role_description": "text field", "value": "2023-12-14 16:10:28", "position": "377.00;252.00", "size": "115;19", "children": []}, {"name": null, "role": "AXTextField", "description": null, "role_description": "text field", "value": "6 KB", "position": "495.00;252.00", "size": "64;19", "children": []}, {"name": null, "role": "AXTextField", "description": null, "role_description": "text field", "value": "Folder", "position": "562.00;252.00", "size": "137;19", "children": []}, {"name": null, "role": "AXTextField", "description": null, "role_description": "text field", "value": "5 KB", "position": "702.00;252.00", "size": "60;19", "children": []}, {"name": null, "role": "AXTextField", "description": null, "role_description": "text field", "value": "drwxr-xr-x", "position": "765.00;252.00", "size": "62;19", "children": []}, {"name": null, "role": "AXStaticText", "description": null, "role_description": "text", "value": "", "position": "830.00;252.00", "size": "64;19", "children": []}, {"name": null, "role": "AXTextField", "description": null, "role_description": "text field", "value": "", "position": "897.00;252.00", "size": "64;19", "children": []}, {"name": null, "role": "AXTextField", "description": null, "role_description": "text field", "value": "6 KB", "position": "964.00;252.00", "size": "64;19", "children": []}, {"name": null, "role": "AXTextField", "description": null, "role_description": "text field", "value": "Store", "position": "1031.00;252.00", "size": "64;19", "children": []}]}, {"name": null, "role": "AXRow", "description": null, "role_description": "outline row", "value": null, "position": "158.00;272.00", "size": "953;21", "children": [{"name": null, "role": "AXGroup", "description": null, "role_description": "group", "value": null, "position": "168.00;272.00", "size": "208;21", "children": [{"name": null, "role": "AXDisclosureTriangle", "description": null, "role_description": "disclosure triangle", "value": 0, "position": "209.00;273.00", "size": "13;19", "children": []}, {"name": null, "role": "AXTextField", "description": null, "role_description": "text field", "value": "1214621", "position": "222.00;273.00", "size": "152;19", "children": []}]}, {"name": null, "role": "AXTextField", "description": null, "role_description": "text field", "value": "2023-12-14 16:10:26", "position": "377.00;273.00", "size": "115;19", "children": []}, {"name": null, "role": "AXTextField", "description": null, "role_description": "text field", "value": "5 KB", "position": "495.00;273.00", "size": "64;19", "children": []}, {"name": null, "role": "AXTextField", "description": null, "role_description": "text field", "value": "Folder", "position": "562.00;273.00", "size": "137;19", "children": []}, {"name": null, "role": "AXTextField", "description": null, "role_description": "text field", "value": "5 KB", "position": "702.00;273.00", "size": "60;19", "children": []}, {"name": null, "role": "AXTextField", "description": null, "role_description": "text field", "value": "drwxr-xr-x", "position": "765.00;273.00", "size": "62;19", "children": []}, {"name": null, "role": "AXStaticText", "description": null, "role_description": "text", "value": "", "position": "830.00;273.00", "size": "64;19", "children": []}, {"name": null, "role": "AXTextField", "description": null, "role_description": "text field", "value": "", "position": "897.00;273.00", "size": "64;19", "children": []}, {"name": null, "role": "AXTextField", "description": null, "role_description": "text field", "value": "5 KB", "position": "964.00;273.00", "size": "64;19", "children": []}, {"name": null, "role": "AXTextField", "description": null, "role_description": "text field", "value": "Store", "position": "1031.00;273.00", "size": "64;19", "children": []}]}, {"name": null, "role": "AXRow", "description": null, "role_description": "outline row", "value": null, "position": "158.00;293.00", "size": "953;21", "children": [{"name": null, "role": "AXGroup", "description": null, "role_description": "group", "value": null, "position": "168.00;293.00", "size": "208;21", "children": [{"name": null, "role": "AXDisclosureTriangle", "description": null, "role_description": "disclosure triangle", "value": 0, "position": "209.00;294.00", "size": "13;19", "children": []}, {"name": null, "role": "AXTextField", "description": null, "role_description": "text field", "value": "1216176", "position": "222.00;294.00", "size": "152;19", "children": []}]}, {"name": null, "role": "AXTextField", "description": null, "role_description": "text field", "value": "2023-12-14 16:10:29", "position": "377.00;294.00", "size": "115;19", "children": []}, {"name": null, "role": "AXTextField", "description": null, "role_description": "text field", "value": "8 KB", "position": "495.00;294.00", "size": "64;19", "children": []}, {"name": null, "role": "AXTextField", "description": null, "role_description": "text field", "value": "Folder", "position": "562.00;294.00", "size": "137;19", "children": []}, {"name": null, "role": "AXTextField", "description": null, "role_description": "text field", "value": "8 KB", "position": "702.00;294.00", "size": "60;19", "children": []}, {"name": null, "role": "AXTextField", "description": null, "role_description": "text field", "value": "drwxr-xr-x", "position": "765.00;294.00", "size": "62;19", "children": []}, {"name": null, "role": "AXStaticText", "description": null, "role_description": "text", "value": "", "position": "830.00;294.00", "size": "64;19", "children": []}, {"name": null, "role": "AXTextField", "description": null, "role_description": "text field", "value": "", "position": "897.00;294.00", "size": "64;19", "children": []}, {"name": null, "role": "AXTextField", "description": null, "role_description": "text field", "value": "8 KB", "position": "964.00;294.00", "size": "64;19", "children": []}, {"name": null, "role": "AXTextField", "description": null, "role_description": "text field", "value": "Store", "position": "1031.00;294.00", "size": "64;19", "children": []}]}, {"name": null, "role": "AXRow", "description": null, "role_description": "outline row", "value": null, "position": "158.00;314.00", "size": "953;21", "children": [{"name": null, "role": "AXGroup", "description": null, "role_description": "group", "value": null, "position": "168.00;314.00", "size": "208;21", "children": [{"name": null, "role": "AXDisclosureTriangle", "description": null, "role_description": "disclosure triangle", "value": 0, "position": "209.00;315.00", "size": "13;19", "children": []}, {"name": null, "role": "AXTextField", "description": null, "role_description": "text field", "value": "1213404", "position": "222.00;315.00", "size": "152;19", "children": []}]}, {"name": null, "role": "AXTextField", "description": null, "role_description": "text field", "value": "2023-12-14 16:10:31", "position": "377.00;315.00", "size": "115;19", "children": []}, {"name": null, "role": "AXTextField", "description": null, "role_description": "text field", "value": "6 KB", "position": "495.00;315.00", "size": "64;19", "children": []}, {"name": null, "role": "AXTextField", "description": null, "role_description": "text field", "value": "Folder", "position": "562.00;315.00", "size": "137;19", "children": []}, {"name": null, "role": "AXTextField", "description": null, "role_description": "text field", "value": "6 KB", "position": "702.00;315.00", "size": "60;19", "children": []}, {"name": null, "role": "AXTextField", "description": null, "role_description": "text field", "value": "drwxr-xr-x", "position": "765.00;315.00", "size": "62;19", "children": []}, {"name": null, "role": "AXStaticText", "description": null, "role_description": "text", "value": "", "position": "830.00;315.00", "size": "64;19", "children": []}, {"name": null, "role": "AXTextField", "description": null, "role_description": "text field", "value": "", "position": "897.00;315.00", "size": "64;19", "children": []}, {"name": null, "role": "AXTextField", "description": null, "role_description": "text field", "value": "6 KB", "position": "964.00;315.00", "size": "64;19", "children": []}, {"name": null, "role": "AXTextField", "description": null, "role_description": "text field", "value": "Store", "position": "1031.00;315.00", "size": "64;19", "children": []}]}, {"name": null, "role": "AXRow", "description": null, "role_description": "outline row", "value": null, "position": "158.00;335.00", "size": "953;21", "children": [{"name": null, "role": "AXGroup", "description": null, "role_description": "group", "value": null, "position": "168.00;335.00", "size": "208;21", "children": [{"name": null, "role": "AXDisclosureTriangle", "description": null, "role_description": "disclosure triangle", "value": 0, "position": "209.00;336.00", "size": "13;19", "children": []}, {"name": null, "role": "AXTextField", "description": null, "role_description": "text field", "value": "1217898", "position": "222.00;336.00", "size": "152;19", "children": []}]}, {"name": null, "role": "AXTextField", "description": null, "role_description": "text field", "value": "2023-12-14 16:10:29", "position": "377.00;336.00", "size": "115;19", "children": []}, {"name": null, "role": "AXTextField", "description": null, "role_description": "text field", "value": "5 KB", "position": "495.00;336.00", "size": "64;19", "children": []}, {"name": null, "role": "AXTextField", "description": null, "role_description": "text field", "value": "Folder", "position": "562.00;336.00", "size": "137;19", "children": []}, {"name": null, "role": "AXTextField", "description": null, "role_description": "text field", "value": "5 KB", "position": "702.00;336.00", "size": "60;19", "children": []}, {"name": null, "role": "AXTextField", "description": null, "role_description": "text field", "value": "drwxr-xr-x", "position": "765.00;336.00", "size": "62;19", "children": []}, {"name": null, "role": "AXStaticText", "description": null, "role_description": "text", "value": "", "position": "830.00;336.00", "size": "64;19", "children": []}, {"name": null, "role": "AXTextField", "description": null, "role_description": "text field", "value": "", "position": "897.00;336.00", "size": "64;19", "children": []}, {"name": null, "role": "AXTextField", "description": null, "role_description": "text field", "value": "5 KB", "position": "964.00;336.00", "size": "64;19", "children": []}, {"name": null, "role": "AXTextField", "description": null, "role_description": "text field", "value": "Store", "position": "1031.00;336.00", "size": "64;19", "children": []}]}, {"name": null, "role": "AXRow", "description": null, "role_description": "outline row", "value": null, "position": "158.00;356.00", "size": "953;21", "children": [{"name": null, "role": "AXGroup", "description": null, "role_description": "group", "value": null, "position": "168.00;356.00", "size": "208;21", "children": [{"name": null, "role": "AXDisclosureTriangle", "description": null, "role_description": "disclosure triangle", "value": 0, "position": "209.00;357.00", "size": "13;19", "children": []}, {"name": null, "role": "AXTextField", "description": null, "role_description": "text field", "value": "1211737", "position": "222.00;357.00", "size": "152;19", "children": []}]}, {"name": null, "role": "AXTextField", "description": null, "role_description": "text field", "value": "2023-12-14 16:10:26", "position": "377.00;357.00", "size": "115;19", "children": []}, {"name": null, "role": "AXTextField", "description": null, "role_description": "text field", "value": "7 KB", "position": "495.00;357.00", "size": "64;19", "children": []}, {"name": null, "role": "AXTextField", "description": null, "role_description": "text field", "value": "Folder", "position": "562.00;357.00", "size": "137;19", "children": []}, {"name": null, "role": "AXTextField", "description": null, "role_description": "text field", "value": "7 KB", "position": "702.00;357.00", "size": "60;19", "children": []}, {"name": null, "role": "AXTextField", "description": null, "role_description": "text field", "value": "drwxr-xr-x", "position": "765.00;357.00", "size": "62;19", "children": []}, {"name": null, "role": "AXStaticText", "description": null, "role_description": "text", "value": "", "position": "830.00;357.00", "size": "64;19", "children": []}, {"name": null, "role": "AXTextField", "description": null, "role_description": "text field", "value": "", "position": "897.00;357.00", "size": "64;19", "children": []}, {"name": null, "role": "AXTextField", "description": null, "role_description": "text field", "value": "7 KB", "position": "964.00;357.00", "size": "64;19", "children": []}, {"name": null, "role": "AXTextField", "description": null, "role_description": "text field", "value": "Store", "position": "1031.00;357.00", "size": "64;19", "children": []}]}, {"name": null, "role": "AXRow", "description": null, "role_description": "outline row", "value": null, "position": "158.00;377.00", "size": "953;21", "children": [{"name": null, "role": "AXGroup", "description": null, "role_description": "group", "value": null, "position": "168.00;377.00", "size": "208;21", "children": [{"name": null, "role": "AXDisclosureTriangle", "description": null, "role_description": "disclosure triangle", "value": 0, "position": "209.00;378.00", "size": "13;19", "children": []}, {"name": null, "role": "AXTextField", "description": null, "role_description": "text field", "value": "1214245", "position": "222.00;378.00", "size": "152;19", "children": []}]}, {"name": null, "role": "AXTextField", "description": null, "role_description": "text field", "value": "2023-12-14 16:10:26", "position": "377.00;378.00", "size": "115;19", "children": []}, {"name": null, "role": "AXTextField", "description": null, "role_description": "text field", "value": "5 KB", "position": "495.00;378.00", "size": "64;19", "children": []}, {"name": null, "role": "AXTextField", "description": null, "role_description": "text field", "value": "Folder", "position": "562.00;378.00", "size": "137;19", "children": []}, {"name": null, "role": "AXTextField", "description": null, "role_description": "text field", "value": "5 KB", "position": "702.00;378.00", "size": "60;19", "children": []}, {"name": null, "role": "AXTextField", "description": null, "role_description": "text field", "value": "drwxr-xr-x", "position": "765.00;378.00", "size": "62;19", "children": []}, {"name": null, "role": "AXStaticText", "description": null, "role_description": "text", "value": "", "position": "830.00;378.00", "size": "64;19", "children": []}, {"name": null, "role": "AXTextField", "description": null, "role_description": "text field", "value": "", "position": "897.00;378.00", "size": "64;19", "children": []}, {"name": null, "role": "AXTextField", "description": null, "role_description": "text field", "value": "5 KB", "position": "964.00;378.00", "size": "64;19", "children": []}, {"name": null, "role": "AXTextField", "description": null, "role_description": "text field", "value": "Store", "position": "1031.00;378.00", "size": "64;19", "children": []}]}, {"name": null, "role": "AXRow", "description": null, "role_description": "outline row", "value": null, "position": "158.00;398.00", "size": "953;21", "children": [{"name": null, "role": "AXGroup", "description": null, "role_description": "group", "value": null, "position": "168.00;398.00", "size": "208;21", "children": [{"name": null, "role": "AXDisclosureTriangle", "description": null, "role_description": "disclosure triangle", "value": 0, "position": "209.00;399.00", "size": "13;19", "children": []}, {"name": null, "role": "AXTextField", "description": null, "role_description": "text field", "value": "1215397", "position": "222.00;399.00", "size": "152;19", "children": []}]}, {"name": null, "role": "AXTextField", "description": null, "role_description": "text field", "value": "2023-12-14 16:10:27", "position": "377.00;399.00", "size": "115;19", "children": []}, {"name": null, "role": "AXTextField", "description": null, "role_description": "text field", "value": "5 KB", "position": "495.00;399.00", "size": "64;19", "children": []}, {"name": null, "role": "AXTextField", "description": null, "role_description": "text field", "value": "Folder", "position": "562.00;399.00", "size": "137;19", "children": []}, {"name": null, "role": "AXTextField", "description": null, "role_description": "text field", "value": "5 KB", "position": "702.00;399.00", "size": "60;19", "children": []}, {"name": null, "role": "AXTextField", "description": null, "role_description": "text field", "value": "drwxr-xr-x", "position": "765.00;399.00", "size": "62;19", "children": []}, {"name": null, "role": "AXStaticText", "description": null, "role_description": "text", "value": "", "position": "830.00;399.00", "size": "64;19", "children": []}, {"name": null, "role": "AXTextField", "description": null, "role_description": "text field", "value": "", "position": "897.00;399.00", "size": "64;19", "children": []}, {"name": null, "role": "AXTextField", "description": null, "role_description": "text field", "value": "5 KB", "position": "964.00;399.00", "size": "64;19", "children": []}, {"name": null, "role": "AXTextField", "description": null, "role_description": "text field", "value": "Store", "position": "1031.00;399.00", "size": "64;19", "children": []}]}, {"name": null, "role": "AXRow", "description": null, "role_description": "outline row", "value": null, "position": "158.00;419.00", "size": "953;21", "children": [{"name": null, "role": "AXGroup", "description": null, "role_description": "group", "value": null, "position": "168.00;419.00", "size": "208;21", "children": [{"name": null, "role": "AXDisclosureTriangle", "description": null, "role_description": "disclosure triangle", "value": 0, "position": "209.00;420.00", "size": "13;19", "children": []}, {"name": null, "role": "AXTextField", "description": null, "role_description": "text field", "value": "1216512", "position": "222.00;420.00", "size": "152;19", "children": []}]}, {"name": null, "role": "AXTextField", "description": null, "role_description": "text field", "value": "2023-12-14 16:10:30", "position": "377.00;420.00", "size": "115;19", "children": []}, {"name": null, "role": "AXTextField", "description": null, "role_description": "text field", "value": "5 KB", "position": "495.00;420.00", "size": "64;19", "children": []}, {"name": null, "role": "AXTextField", "description": null, "role_description": "text field", "value": "Folder", "position": "562.00;420.00", "size": "137;19", "children": []}, {"name": null, "role": "AXTextField", "description": null, "role_description": "text field", "value": "4 KB", "position": "702.00;420.00", "size": "60;19", "children": []}, {"name": null, "role": "AXTextField", "description": null, "role_description": "text field", "value": "drwxr-xr-x", "position": "765.00;420.00", "size": "62;19", "children": []}, {"name": null, "role": "AXStaticText", "description": null, "role_description": "text", "value": "", "position": "830.00;420.00", "size": "64;19", "children": []}, {"name": null, "role": "AXTextField", "description": null, "role_description": "text field", "value": "", "position": "897.00;420.00", "size": "64;19", "children": []}, {"name": null, "role": "AXTextField", "description": null, "role_description": "text field", "value": "5 KB", "position": "964.00;420.00", "size": "64;19", "children": []}, {"name": null, "role": "AXTextField", "description": null, "role_description": "text field", "value": "Store", "position": "1031.00;420.00", "size": "64;19", "children": []}]}, {"name": null, "role": "AXRow", "description": null, "role_description": "outline row", "value": null, "position": "158.00;440.00", "size": "953;21", "children": [{"name": null, "role": "AXGroup", "description": null, "role_description": "group", "value": null, "position": "168.00;440.00", "size": "208;21", "children": [{"name": null, "role": "AXDisclosureTriangle", "description": null, "role_description": "disclosure triangle", "value": 0, "position": "209.00;441.00", "size": "13;19", "children": []}, {"name": null, "role": "AXTextField", "description": null, "role_description": "text field", "value": "1218488", "position": "222.00;441.00", "size": "152;19", "children": []}]}, {"name": null, "role": "AXTextField", "description": null, "role_description": "text field", "value": "2023-12-14 16:10:29", "position": "377.00;441.00", "size": "115;19", "children": []}, {"name": null, "role": "AXTextField", "description": null, "role_description": "text field", "value": "5 KB", "position": "495.00;441.00", "size": "64;19", "children": []}, {"name": null, "role": "AXTextField", "description": null, "role_description": "text field", "value": "Folder", "position": "562.00;441.00", "size": "137;19", "children": []}, {"name": null, "role": "AXTextField", "description": null, "role_description": "text field", "value": "5 KB", "position": "702.00;441.00", "size": "60;19", "children": []}, {"name": null, "role": "AXTextField", "description": null, "role_description": "text field", "value": "drwxr-xr-x", "position": "765.00;441.00", "size": "62;19", "children": []}, {"name": null, "role": "AXStaticText", "description": null, "role_description": "text", "value": "", "position": "830.00;441.00", "size": "64;19", "children": []}, {"name": null, "role": "AXTextField", "description": null, "role_description": "text field", "value": "", "position": "897.00;441.00", "size": "64;19", "children": []}, {"name": null, "role": "AXTextField", "description": null, "role_description": "text field", "value": "5 KB", "position": "964.00;441.00", "size": "64;19", "children": []}, {"name": null, "role": "AXTextField", "description": null, "role_description": "text field", "value": "Store", "position": "1031.00;441.00", "size": "64;19", "children": []}]}, {"name": null, "role": "AXRow", "description": null, "role_description": "outline row", "value": null, "position": "158.00;461.00", "size": "953;21", "children": [{"name": null, "role": "AXGroup", "description": null, "role_description": "group", "value": null, "position": "168.00;461.00", "size": "208;21", "children": [{"name": null, "role": "AXDisclosureTriangle", "description": null, "role_description": "disclosure triangle", "value": 0, "position": "209.00;462.00", "size": "13;19", "children": []}, {"name": null, "role": "AXTextField", "description": null, "role_description": "text field", "value": "1213060", "position": "222.00;462.00", "size": "152;19", "children": []}]}, {"name": null, "role": "AXTextField", "description": null, "role_description": "text field", "value": "2023-12-14 16:10:26", "position": "377.00;462.00", "size": "115;19", "children": []}, {"name": null, "role": "AXTextField", "description": null, "role_description": "text field", "value": "7 KB", "position": "495.00;462.00", "size": "64;19", "children": []}, {"name": null, "role": "AXTextField", "description": null, "role_description": "text field", "value": "Folder", "position": "562.00;462.00", "size": "137;19", "children": []}, {"name": null, "role": "AXTextField", "description": null, "role_description": "text field", "value": "7 KB", "position": "702.00;462.00", "size": "60;19", "children": []}, {"name": null, "role": "AXTextField", "description": null, "role_description": "text field", "value": "drwxr-xr-x", "position": "765.00;462.00", "size": "62;19", "children": []}, {"name": null, "role": "AXStaticText", "description": null, "role_description": "text", "value": "", "position": "830.00;462.00", "size": "64;19", "children": []}, {"name": null, "role": "AXTextField", "description": null, "role_description": "text field", "value": "", "position": "897.00;462.00", "size": "64;19", "children": []}, {"name": null, "role": "AXTextField", "description": null, "role_description": "text field", "value": "7 KB", "position": "964.00;462.00", "size": "64;19", "children": []}, {"name": null, "role": "AXTextField", "description": null, "role_description": "text field", "value": "Store", "position": "1031.00;462.00", "size": "64;19", "children": []}]}, {"name": null, "role": "AXRow", "description": null, "role_description": "outline row", "value": null, "position": "158.00;482.00", "size": "953;21", "children": [{"name": null, "role": "AXGroup", "description": null, "role_description": "group", "value": null, "position": "168.00;482.00", "size": "208;21", "children": [{"name": null, "role": "AXDisclosureTriangle", "description": null, "role_description": "disclosure triangle", "value": 0, "position": "209.00;483.00", "size": "13;19", "children": []}, {"name": null, "role": "AXTextField", "description": null, "role_description": "text field", "value": "1216720", "position": "222.00;483.00", "size": "152;19", "children": []}]}, {"name": null, "role": "AXTextField", "description": null, "role_description": "text field", "value": "2023-12-14 16:10:26", "position": "377.00;483.00", "size": "115;19", "children": []}, {"name": null, "role": "AXTextField", "description": null, "role_description": "text field", "value": "5 KB", "position": "495.00;483.00", "size": "64;19", "children": []}, {"name": null, "role": "AXTextField", "description": null, "role_description": "text field", "value": "Folder", "position": "562.00;483.00", "size": "137;19", "children": []}, {"name": null, "role": "AXTextField", "description": null, "role_description": "text field", "value": "5 KB", "position": "702.00;483.00", "size": "60;19", "children": []}, {"name": null, "role": "AXTextField", "description": null, "role_description": "text field", "value": "drwxr-xr-x", "position": "765.00;483.00", "size": "62;19", "children": []}, {"name": null, "role": "AXStaticText", "description": null, "role_description": "text", "value": "", "position": "830.00;483.00", "size": "64;19", "children": []}, {"name": null, "role": "AXTextField", "description": null, "role_description": "text field", "value": "", "position": "897.00;483.00", "size": "64;19", "children": []}, {"name": null, "role": "AXTextField", "description": null, "role_description": "text field", "value": "5 KB", "position": "964.00;483.00", "size": "64;19", "children": []}, {"name": null, "role": "AXTextField", "description": null, "role_description": "text field", "value": "Store", "position": "1031.00;483.00", "size": "64;19", "children": []}]}, {"name": null, "role": "AXRow", "description": null, "role_description": "outline row", "value": null, "position": "158.00;503.00", "size": "953;21", "children": [{"name": null, "role": "AXGroup", "description": null, "role_description": "group", "value": null, "position": "168.00;503.00", "size": "208;21", "children": [{"name": null, "role": "AXDisclosureTriangle", "description": null, "role_description": "disclosure triangle", "value": 0, "position": "209.00;504.00", "size": "13;19", "children": []}, {"name": null, "role": "AXTextField", "description": null, "role_description": "text field", "value": "1212380", "position": "222.00;504.00", "size": "152;19", "children": []}]}, {"name": null, "role": "AXTextField", "description": null, "role_description": "text field", "value": "2023-12-14 16:10:26", "position": "377.00;504.00", "size": "115;19", "children": []}, {"name": null, "role": "AXTextField", "description": null, "role_description": "text field", "value": "8 KB", "position": "495.00;504.00", "size": "64;19", "children": []}, {"name": null, "role": "AXTextField", "description": null, "role_description": "text field", "value": "Folder", "position": "562.00;504.00", "size": "137;19", "children": []}, {"name": null, "role": "AXTextField", "description": null, "role_description": "text field", "value": "7 KB", "position": "702.00;504.00", "size": "60;19", "children": []}, {"name": null, "role": "AXTextField", "description": null, "role_description": "text field", "value": "drwxr-xr-x", "position": "765.00;504.00", "size": "62;19", "children": []}, {"name": null, "role": "AXStaticText", "description": null, "role_description": "text", "value": "", "position": "830.00;504.00", "size": "64;19", "children": []}, {"name": null, "role": "AXTextField", "description": null, "role_description": "text field", "value": "", "position": "897.00;504.00", "size": "64;19", "children": []}, {"name": null, "role": "AXTextField", "description": null, "role_description": "text field", "value": "8 KB", "position": "964.00;504.00", "size": "64;19", "children": []}, {"name": null, "role": "AXTextField", "description": null, "role_description": "text field", "value": "Store", "position": "1031.00;504.00", "size": "64;19", "children": []}]}, {"name": null, "role": "AXRow", "description": null, "role_description": "outline row", "value": null, "position": "158.00;524.00", "size": "953;21", "children": [{"name": null, "role": "AXGroup", "description": null, "role_description": "group", "value": null, "position": "168.00;524.00", "size": "208;21", "children": [{"name": null, "role": "AXDisclosureTriangle", "description": null, "role_description": "disclosure triangle", "value": 0, "position": "209.00;525.00", "size": "13;19", "children": []}, {"name": null, "role": "AXTextField", "description": null, "role_description": "text field", "value": "1214077", "position": "222.00;525.00", "size": "152;19", "children": []}]}, {"name": null, "role": "AXTextField", "description": null, "role_description": "text field", "value": "2023-12-14 16:10:30", "position": "377.00;525.00", "size": "115;19", "children": []}, {"name": null, "role": "AXTextField", "description": null, "role_description": "text field", "value": "5 KB", "position": "495.00;525.00", "size": "64;19", "children": []}, {"name": null, "role": "AXTextField", "description": null, "role_description": "text field", "value": "Folder", "position": "562.00;525.00", "size": "137;19", "children": []}, {"name": null, "role": "AXTextField", "description": null, "role_description": "text field", "value": "5 KB", "position": "702.00;525.00", "size": "60;19", "children": []}, {"name": null, "role": "AXTextField", "description": null, "role_description": "text field", "value": "drwxr-xr-x", "position": "765.00;525.00", "size": "62;19", "children": []}, {"name": null, "role": "AXStaticText", "description": null, "role_description": "text", "value": "", "position": "830.00;525.00", "size": "64;19", "children": []}, {"name": null, "role": "AXTextField", "description": null, "role_description": "text field", "value": "", "position": "897.00;525.00", "size": "64;19", "children": []}, {"name": null, "role": "AXTextField", "description": null, "role_description": "text field", "value": "5 KB", "position": "964.00;525.00", "size": "64;19", "children": []}, {"name": null, "role": "AXTextField", "description": null, "role_description": "text field", "value": "Store", "position": "1031.00;525.00", "size": "64;19", "children": []}]}, {"name": null, "role": "AXRow", "description": null, "role_description": "outline row", "value": null, "position": "158.00;545.00", "size": "953;21", "children": [{"name": null, "role": "AXGroup", "description": null, "role_description": "group", "value": null, "position": "168.00;545.00", "size": "208;21", "children": [{"name": null, "role": "AXDisclosureTriangle", "description": null, "role_description": "disclosure triangle", "value": 0, "position": "209.00;546.00", "size": "13;19", "children": []}, {"name": null, "role": "AXTextField", "description": null, "role_description": "text field", "value": "1210611", "position": "222.00;546.00", "size": "152;19", "children": []}]}, {"name": null, "role": "AXTextField", "description": null, "role_description": "text field", "value": "2023-12-14 16:10:29", "position": "377.00;546.00", "size": "115;19", "children": []}, {"name": null, "role": "AXTextField", "description": null, "role_description": "text field", "value": "6 KB", "position": "495.00;546.00", "size": "64;19", "children": []}, {"name": null, "role": "AXTextField", "description": null, "role_description": "text field", "value": "Folder", "position": "562.00;546.00", "size": "137;19", "children": []}, {"name": null, "role": "AXTextField", "description": null, "role_description": "text field", "value": "6 KB", "position": "702.00;546.00", "size": "60;19", "children": []}, {"name": null, "role": "AXTextField", "description": null, "role_description": "text field", "value": "drwxr-xr-x", "position": "765.00;546.00", "size": "62;19", "children": []}, {"name": null, "role": "AXStaticText", "description": null, "role_description": "text", "value": "", "position": "830.00;546.00", "size": "64;19", "children": []}, {"name": null, "role": "AXTextField", "description": null, "role_description": "text field", "value": "", "position": "897.00;546.00", "size": "64;19", "children": []}, {"name": null, "role": "AXTextField", "description": null, "role_description": "text field", "value": "6 KB", "position": "964.00;546.00", "size": "64;19", "children": []}, {"name": null, "role": "AXTextField", "description": null, "role_description": "text field", "value": "Store", "position": "1031.00;546.00", "size": "64;19", "children": []}]}, {"name": null, "role": "AXRow", "description": null, "role_description": "outline row", "value": null, "position": "158.00;566.00", "size": "953;21", "children": [{"name": null, "role": "AXGroup", "description": null, "role_description": "group", "value": null, "position": "168.00;566.00", "size": "208;21", "children": [{"name": null, "role": "AXDisclosureTriangle", "description": null, "role_description": "disclosure triangle", "value": 0, "position": "209.00;567.00", "size": "13;19", "children": []}, {"name": null, "role": "AXTextField", "description": null, "role_description": "text field", "value": "1215363", "position": "222.00;567.00", "size": "152;19", "children": []}]}, {"name": null, "role": "AXTextField", "description": null, "role_description": "text field", "value": "2023-12-14 16:10:26", "position": "377.00;567.00", "size": "115;19", "children": []}, {"name": null, "role": "AXTextField", "description": null, "role_description": "text field", "value": "6 KB", "position": "495.00;567.00", "size": "64;19", "children": []}, {"name": null, "role": "AXTextField", "description": null, "role_description": "text field", "value": "Folder", "position": "562.00;567.00", "size": "137;19", "children": []}, {"name": null, "role": "AXTextField", "description": null, "role_description": "text field", "value": "6 KB", "position": "702.00;567.00", "size": "60;19", "children": []}, {"name": null, "role": "AXTextField", "description": null, "role_description": "text field", "value": "drwxr-xr-x", "position": "765.00;567.00", "size": "62;19", "children": []}, {"name": null, "role": "AXStaticText", "description": null, "role_description": "text", "value": "", "position": "830.00;567.00", "size": "64;19", "children": []}, {"name": null, "role": "AXTextField", "description": null, "role_description": "text field", "value": "", "position": "897.00;567.00", "size": "64;19", "children": []}, {"name": null, "role": "AXTextField", "description": null, "role_description": "text field", "value": "6 KB", "position": "964.00;567.00", "size": "64;19", "children": []}, {"name": null, "role": "AXTextField", "description": null, "role_description": "text field", "value": "Store", "position": "1031.00;567.00", "size": "64;19", "children": []}]}, {"name": null, "role": "AXRow", "description": null, "role_description": "outline row", "value": null, "position": "158.00;587.00", "size": "953;21", "children": [{"name": null, "role": "AXGroup", "description": null, "role_description": "group", "value": null, "position": "168.00;587.00", "size": "208;21", "children": [{"name": null, "role": "AXDisclosureTriangle", "description": null, "role_description": "disclosure triangle", "value": 0, "position": "209.00;588.00", "size": "13;19", "children": []}, {"name": null, "role": "AXTextField", "description": null, "role_description": "text field", "value": "1217434", "position": "222.00;588.00", "size": "152;19", "children": []}]}, {"name": null, "role": "AXTextField", "description": null, "role_description": "text field", "value": "2023-12-14 16:10:28", "position": "377.00;588.00", "size": "115;19", "children": []}, {"name": null, "role": "AXTextField", "description": null, "role_description": "text field", "value": "5 KB", "position": "495.00;588.00", "size": "64;19", "children": []}, {"name": null, "role": "AXTextField", "description": null, "role_description": "text field", "value": "Folder", "position": "562.00;588.00", "size": "137;19", "children": []}, {"name": null, "role": "AXTextField", "description": null, "role_description": "text field", "value": "5 KB", "position": "702.00;588.00", "size": "60;19", "children": []}, {"name": null, "role": "AXTextField", "description": null, "role_description": "text field", "value": "drwxr-xr-x", "position": "765.00;588.00", "size": "62;19", "children": []}, {"name": null, "role": "AXStaticText", "description": null, "role_description": "text", "value": "", "position": "830.00;588.00", "size": "64;19", "children": []}, {"name": null, "role": "AXTextField", "description": null, "role_description": "text field", "value": "", "position": "897.00;588.00", "size": "64;19", "children": []}, {"name": null, "role": "AXTextField", "description": null, "role_description": "text field", "value": "5 KB", "position": "964.00;588.00", "size": "64;19", "children": []}, {"name": null, "role": "AXTextField", "description": null, "role_description": "text field", "value": "Store", "position": "1031.00;588.00", "size": "64;19", "children": []}]}, {"name": null, "role": "AXRow", "description": null, "role_description": "outline row", "value": null, "position": "158.00;608.00", "size": "953;21", "children": [{"name": null, "role": "AXGroup", "description": null, "role_description": "group", "value": null, "position": "168.00;608.00", "size": "208;21", "children": [{"name": null, "role": "AXDisclosureTriangle", "description": null, "role_description": "disclosure triangle", "value": 0, "position": "209.00;609.00", "size": "13;19", "children": []}, {"name": null, "role": "AXTextField", "description": null, "role_description": "text field", "value": "1212146", "position": "222.00;609.00", "size": "152;19", "children": []}]}, {"name": null, "role": "AXTextField", "description": null, "role_description": "text field", "value": "2023-12-14 16:10:26", "position": "377.00;609.00", "size": "115;19", "children": []}, {"name": null, "role": "AXTextField", "description": null, "role_description": "text field", "value": "5 KB", "position": "495.00;609.00", "size": "64;19", "children": []}, {"name": null, "role": "AXTextField", "description": null, "role_description": "text field", "value": "Folder", "position": "562.00;609.00", "size": "137;19", "children": []}, {"name": null, "role": "AXTextField", "description": null, "role_description": "text field", "value": "5 KB", "position": "702.00;609.00", "size": "60;19", "children": []}, {"name": null, "role": "AXTextField", "description": null, "role_description": "text field", "value": "drwxr-xr-x", "position": "765.00;609.00", "size": "62;19", "children": []}, {"name": null, "role": "AXStaticText", "description": null, "role_description": "text", "value": "", "position": "830.00;609.00", "size": "64;19", "children": []}, {"name": null, "role": "AXTextField", "description": null, "role_description": "text field", "value": "", "position": "897.00;609.00", "size": "64;19", "children": []}, {"name": null, "role": "AXTextField", "description": null, "role_description": "text field", "value": "5 KB", "position": "964.00;609.00", "size": "64;19", "children": []}, {"name": null, "role": "AXTextField", "description": null, "role_description": "text field", "value": "Store", "position": "1031.00;609.00", "size": "64;19", "children": []}]}, {"name": null, "role": "AXRow", "description": null, "role_description": "outline row", "value": null, "position": "158.00;629.00", "size": "953;21", "children": [{"name": null, "role": "AXGroup", "description": null, "role_description": "group", "value": null, "position": "168.00;629.00", "size": "208;21", "children": [{"name": null, "role": "AXDisclosureTriangle", "description": null, "role_description": "disclosure triangle", "value": 0, "position": "209.00;630.00", "size": "13;19", "children": []}, {"name": null, "role": "AXTextField", "description": null, "role_description": "text field", "value": "1213094", "position": "222.00;630.00", "size": "152;19", "children": []}]}, {"name": null, "role": "AXTextField", "description": null, "role_description": "text field", "value": "2023-12-14 16:10:29", "position": "377.00;630.00", "size": "115;19", "children": []}, {"name": null, "role": "AXTextField", "description": null, "role_description": "text field", "value": "4 KB", "position": "495.00;630.00", "size": "64;19", "children": []}, {"name": null, "role": "AXTextField", "description": null, "role_description": "text field", "value": "Folder", "position": "562.00;630.00", "size": "137;19", "children": []}, {"name": null, "role": "AXTextField", "description": null, "role_description": "text field", "value": "4 KB", "position": "702.00;630.00", "size": "60;19", "children": []}, {"name": null, "role": "AXTextField", "description": null, "role_description": "text field", "value": "drwxr-xr-x", "position": "765.00;630.00", "size": "62;19", "children": []}, {"name": null, "role": "AXStaticText", "description": null, "role_description": "text", "value": "", "position": "830.00;630.00", "size": "64;19", "children": []}, {"name": null, "role": "AXTextField", "description": null, "role_description": "text field", "value": "", "position": "897.00;630.00", "size": "64;19", "children": []}, {"name": null, "role": "AXTextField", "description": null, "role_description": "text field", "value": "4 KB", "position": "964.00;630.00", "size": "64;19", "children": []}, {"name": null, "role": "AXTextField", "description": null, "role_description": "text field", "value": "Store", "position": "1031.00;630.00", "size": "64;19", "children": []}]}, {"name": null, "role": "AXRow", "description": null, "role_description": "outline row", "value": null, "position": "158.00;650.00", "size": "953;21", "children": [{"name": null, "role": "AXGroup", "description": null, "role_description": "group", "value": null, "position": "168.00;650.00", "size": "208;21", "children": [{"name": null, "role": "AXDisclosureTriangle", "description": null, "role_description": "disclosure triangle", "value": 0, "position": "209.00;651.00", "size": "13;19", "children": []}, {"name": null, "role": "AXTextField", "description": null, "role_description": "text field", "value": "1217606", "position": "222.00;651.00", "size": "152;19", "children": []}]}, {"name": null, "role": "AXTextField", "description": null, "role_description": "text field", "value": "2023-12-14 16:10:31", "position": "377.00;651.00", "size": "115;19", "children": []}, {"name": null, "role": "AXTextField", "description": null, "role_description": "text field", "value": "5 KB", "position": "495.00;651.00", "size": "64;19", "children": []}, {"name": null, "role": "AXTextField", "description": null, "role_description": "text field", "value": "Folder", "position": "562.00;651.00", "size": "137;19", "children": []}, {"name": null, "role": "AXTextField", "description": null, "role_description": "text field", "value": "4 KB", "position": "702.00;651.00", "size": "60;19", "children": []}, {"name": null, "role": "AXTextField", "description": null, "role_description": "text field", "value": "drwxr-xr-x", "position": "765.00;651.00", "size": "62;19", "children": []}, {"name": null, "role": "AXStaticText", "description": null, "role_description": "text", "value": "", "position": "830.00;651.00", "size": "64;19", "children": []}, {"name": null, "role": "AXTextField", "description": null, "role_description": "text field", "value": "", "position": "897.00;651.00", "size": "64;19", "children": []}, {"name": null, "role": "AXTextField", "description": null, "role_description": "text field", "value": "5 KB", "position": "964.00;651.00", "size": "64;19", "children": []}, {"name": null, "role": "AXTextField", "description": null, "role_description": "text field", "value": "Store", "position": "1031.00;651.00", "size": "64;19", "children": []}]}, {"name": null, "role": "AXRow", "description": null, "role_description": "outline row", "value": null, "position": "158.00;671.00", "size": "953;21", "children": [{"name": null, "role": "AXGroup", "description": null, "role_description": "group", "value": null, "position": "168.00;671.00", "size": "208;21", "children": [{"name": null, "role": "AXDisclosureTriangle", "description": null, "role_description": "disclosure triangle", "value": 0, "position": "209.00;672.00", "size": "13;19", "children": []}, {"name": null, "role": "AXTextField", "description": null, "role_description": "text field", "value": "1212374", "position": "222.00;672.00", "size": "152;19", "children": []}]}, {"name": null, "role": "AXTextField", "description": null, "role_description": "text field", "value": "2023-12-14 16:10:26", "position": "377.00;672.00", "size": "115;19", "children": []}, {"name": null, "role": "AXTextField", "description": null, "role_description": "text field", "value": "3 KB", "position": "495.00;672.00", "size": "64;19", "children": []}, {"name": null, "role": "AXTextField", "description": null, "role_description": "text field", "value": "Folder", "position": "562.00;672.00", "size": "137;19", "children": []}, {"name": null, "role": "AXTextField", "description": null, "role_description": "text field", "value": "3 KB", "position": "702.00;672.00", "size": "60;19", "children": []}, {"name": null, "role": "AXTextField", "description": null, "role_description": "text field", "value": "drwxr-xr-x", "position": "765.00;672.00", "size": "62;19", "children": []}, {"name": null, "role": "AXStaticText", "description": null, "role_description": "text", "value": "", "position": "830.00;672.00", "size": "64;19", "children": []}, {"name": null, "role": "AXTextField", "description": null, "role_description": "text field", "value": "", "position": "897.00;672.00", "size": "64;19", "children": []}, {"name": null, "role": "AXTextField", "description": null, "role_description": "text field", "value": "3 KB", "position": "964.00;672.00", "size": "64;19", "children": []}, {"name": null, "role": "AXTextField", "description": null, "role_description": "text field", "value": "Store", "position": "1031.00;672.00", "size": "64;19", "children": []}]}, {"name": null, "role": "AXRow", "description": null, "role_description": "outline row", "value": null, "position": "158.00;692.00", "size": "953;21", "children": [{"name": null, "role": "AXGroup", "description": null, "role_description": "group", "value": null, "position": "168.00;692.00", "size": "208;21", "children": [{"name": null, "role": "AXDisclosureTriangle", "description": null, "role_description": "disclosure triangle", "value": 0, "position": "209.00;693.00", "size": "13;19", "children": []}, {"name": null, "role": "AXTextField", "description": null, "role_description": "text field", "value": "1210423", "position": "222.00;693.00", "size": "152;19", "children": []}]}, {"name": null, "role": "AXTextField", "description": null, "role_description": "text field", "value": "2023-12-14 16:10:27", "position": "377.00;693.00", "size": "115;19", "children": []}, {"name": null, "role": "AXTextField", "description": null, "role_description": "text field", "value": "5 KB", "position": "495.00;693.00", "size": "64;19", "children": []}, {"name": null, "role": "AXTextField", "description": null, "role_description": "text field", "value": "Folder", "position": "562.00;693.00", "size": "137;19", "children": []}, {"name": null, "role": "AXTextField", "description": null, "role_description": "text field", "value": "5 KB", "position": "702.00;693.00", "size": "60;19", "children": []}, {"name": null, "role": "AXTextField", "description": null, "role_description": "text field", "value": "drwxr-xr-x", "position": "765.00;693.00", "size": "62;19", "children": []}, {"name": null, "role": "AXStaticText", "description": null, "role_description": "text", "value": "", "position": "830.00;693.00", "size": "64;19", "children": []}, {"name": null, "role": "AXTextField", "description": null, "role_description": "text field", "value": "", "position": "897.00;693.00", "size": "64;19", "children": []}, {"name": null, "role": "AXTextField", "description": null, "role_description": "text field", "value": "5 KB", "position": "964.00;693.00", "size": "64;19", "children": []}, {"name": null, "role": "AXTextField", "description": null, "role_description": "text field", "value": "Store", "position": "1031.00;693.00", "size": "64;19", "children": []}]}, {"name": null, "role": "AXRow", "description": null, "role_description": "outline row", "value": null, "position": "158.00;713.00", "size": "953;21", "children": [{"name": null, "role": "AXGroup", "description": null, "role_description": "group", "value": null, "position": "168.00;713.00", "size": "208;21", "children": [{"name": null, "role": "AXDisclosureTriangle", "description": null, "role_description": "disclosure triangle", "value": 0, "position": "209.00;714.00", "size": "13;19", "children": []}, {"name": null, "role": "AXTextField", "description": null, "role_description": "text field", "value": "1214083", "position": "222.00;714.00", "size": "152;19", "children": []}]}, {"name": null, "role": "AXTextField", "description": null, "role_description": "text field", "value": "2023-12-14 16:10:25", "position": "377.00;714.00", "size": "115;19", "children": []}, {"name": null, "role": "AXTextField", "description": null, "role_description": "text field", "value": "20 KB", "position": "495.00;714.00", "size": "64;19", "children": []}, {"name": null, "role": "AXTextField", "description": null, "role_description": "text field", "value": "Folder", "position": "562.00;714.00", "size": "137;19", "children": []}, {"name": null, "role": "AXTextField", "description": null, "role_description": "text field", "value": "19 KB", "position": "702.00;714.00", "size": "60;19", "children": []}, {"name": null, "role": "AXTextField", "description": null, "role_description": "text field", "value": "drwxr-xr-x", "position": "765.00;714.00", "size": "62;19", "children": []}, {"name": null, "role": "AXStaticText", "description": null, "role_description": "text", "value": "", "position": "830.00;714.00", "size": "64;19", "children": []}, {"name": null, "role": "AXTextField", "description": null, "role_description": "text field", "value": "", "position": "897.00;714.00", "size": "64;19", "children": []}, {"name": null, "role": "AXTextField", "description": null, "role_description": "text field", "value": "20 KB", "position": "964.00;714.00", "size": "64;19", "children": []}, {"name": null, "role": "AXTextField", "description": null, "role_description": "text field", "value": "Store", "position": "1031.00;714.00", "size": "64;19", "children": []}]}, {"name": null, "role": "AXRow", "description": null, "role_description": "outline row", "value": null, "position": "158.00;734.00", "size": "953;21", "children": [{"name": null, "role": "AXGroup", "description": null, "role_description": "group", "value": null, "position": "168.00;734.00", "size": "208;21", "children": [{"name": null, "role": "AXDisclosureTriangle", "description": null, "role_description": "disclosure triangle", "value": 0, "position": "209.00;735.00", "size": "13;19", "children": []}, {"name": null, "role": "AXTextField", "description": null, "role_description": "text field", "value": "1215151", "position": "222.00;735.00", "size": "152;19", "children": []}]}, {"name": null, "role": "AXTextField", "description": null, "role_description": "text field", "value": "2023-12-14 16:10:29", "position": "377.00;735.00", "size": "115;19", "children": []}, {"name": null, "role": "AXTextField", "description": null, "role_description": "text field", "value": "5 KB", "position": "495.00;735.00", "size": "64;19", "children": []}, {"name": null, "role": "AXTextField", "description": null, "role_description": "text field", "value": "Folder", "position": "562.00;735.00", "size": "137;19", "children": []}, {"name": null, "role": "AXTextField", "description": null, "role_description": "text field", "value": "5 KB", "position": "702.00;735.00", "size": "60;19", "children": []}, {"name": null, "role": "AXTextField", "description": null, "role_description": "text field", "value": "drwxr-xr-x", "position": "765.00;735.00", "size": "62;19", "children": []}, {"name": null, "role": "AXStaticText", "description": null, "role_description": "text", "value": "", "position": "830.00;735.00", "size": "64;19", "children": []}, {"name": null, "role": "AXTextField", "description": null, "role_description": "text field", "value": "", "position": "897.00;735.00", "size": "64;19", "children": []}, {"name": null, "role": "AXTextField", "description": null, "role_description": "text field", "value": "5 KB", "position": "964.00;735.00", "size": "64;19", "children": []}, {"name": null, "role": "AXTextField", "description": null, "role_description": "text field", "value": "Store", "position": "1031.00;735.00", "size": "64;19", "children": []}]}, {"name": null, "role": "AXRow", "description": null, "role_description": "outline row", "value": null, "position": "158.00;755.00", "size": "953;21", "children": [{"name": null, "role": "AXGroup", "description": null, "role_description": "group", "value": null, "position": "168.00;755.00", "size": "208;21", "children": [{"name": null, "role": "AXDisclosureTriangle", "description": null, "role_description": "disclosure triangle", "value": 0, "position": "209.00;756.00", "size": "13;19", "children": []}, {"name": null, "role": "AXTextField", "description": null, "role_description": "text field", "value": "1217262", "position": "222.00;756.00", "size": "152;19", "children": []}]}, {"name": null, "role": "AXTextField", "description": null, "role_description": "text field", "value": "2023-12-14 16:10:26", "position": "377.00;756.00", "size": "115;19", "children": []}, {"name": null, "role": "AXTextField", "description": null, "role_description": "text field", "value": "3 KB", "position": "495.00;756.00", "size": "64;19", "children": []}, {"name": null, "role": "AXTextField", "description": null, "role_description": "text field", "value": "Folder", "position": "562.00;756.00", "size": "137;19", "children": []}, {"name": null, "role": "AXTextField", "description": null, "role_description": "text field", "value": "2 KB", "position": "702.00;756.00", "size": "60;19", "children": []}, {"name": null, "role": "AXTextField", "description": null, "role_description": "text field", "value": "drwxr-xr-x", "position": "765.00;756.00", "size": "62;19", "children": []}, {"name": null, "role": "AXStaticText", "description": null, "role_description": "text", "value": "", "position": "830.00;756.00", "size": "64;19", "children": []}, {"name": null, "role": "AXTextField", "description": null, "role_description": "text field", "value": "", "position": "897.00;756.00", "size": "64;19", "children": []}, {"name": null, "role": "AXTextField", "description": null, "role_description": "text field", "value": "3 KB", "position": "964.00;756.00", "size": "64;19", "children": []}, {"name": null, "role": "AXTextField", "description": null, "role_description": "text field", "value": "Store", "position": "1031.00;756.00", "size": "64;19", "children": []}]}, {"name": null, "role": "AXRow", "description": null, "role_description": "outline row", "value": null, "position": "158.00;776.00", "size": "953;21", "children": [{"name": null, "role": "AXGroup", "description": null, "role_description": "group", "value": null, "position": "168.00;776.00", "size": "208;21", "children": [{"name": null, "role": "AXDisclosureTriangle", "description": null, "role_description": "disclosure triangle", "value": 0, "position": "209.00;777.00", "size": "13;19", "children": []}, {"name": null, "role": "AXTextField", "description": null, "role_description": "text field", "value": "1211195", "position": "222.00;777.00", "size": "152;19", "children": []}]}, {"name": null, "role": "AXTextField", "description": null, "role_description": "text field", "value": "2023-12-14 16:10:30", "position": "377.00;777.00", "size": "115;19", "children": []}, {"name": null, "role": "AXTextField", "description": null, "role_description": "text field", "value": "3 KB", "position": "495.00;777.00", "size": "64;19", "children": []}, {"name": null, "role": "AXTextField", "description": null, "role_description": "text field", "value": "Folder", "position": "562.00;777.00", "size": "137;19", "children": []}, {"name": null, "role": "AXTextField", "description": null, "role_description": "text field", "value": "2 KB", "position": "702.00;777.00", "size": "60;19", "children": []}, {"name": null, "role": "AXTextField", "description": null, "role_description": "text field", "value": "drwxr-xr-x", "position": "765.00;777.00", "size": "62;19", "children": []}, {"name": null, "role": "AXStaticText", "description": null, "role_description": "text", "value": "", "position": "830.00;777.00", "size": "64;19", "children": []}, {"name": null, "role": "AXTextField", "description": null, "role_description": "text field", "value": "", "position": "897.00;777.00", "size": "64;19", "children": []}, {"name": null, "role": "AXTextField", "description": null, "role_description": "text field", "value": "3 KB", "position": "964.00;777.00", "size": "64;19", "children": []}, {"name": null, "role": "AXTextField", "description": null, "role_description": "text field", "value": "Store", "position": "1031.00;777.00", "size": "64;19", "children": []}]}, {"name": null, "role": "AXRow", "description": null, "role_description": "outline row", "value": null, "position": "158.00;797.00", "size": "953;21", "children": [{"name": null, "role": "AXGroup", "description": null, "role_description": "group", "value": null, "position": "168.00;797.00", "size": "208;21", "children": [{"name": null, "role": "AXDisclosureTriangle", "description": null, "role_description": "disclosure triangle", "value": 0, "position": "209.00;798.00", "size": "13;19", "children": []}, {"name": null, "role": "AXTextField", "description": null, "role_description": "text field", "value": "1210047", "position": "222.00;798.00", "size": "152;19", "children": []}]}, {"name": null, "role": "AXTextField", "description": null, "role_description": "text field", "value": "2023-12-14 16:10:26", "position": "377.00;798.00", "size": "115;19", "children": []}, {"name": null, "role": "AXTextField", "description": null, "role_description": "text field", "value": "5 KB", "position": "495.00;798.00", "size": "64;19", "children": []}, {"name": null, "role": "AXTextField", "description": null, "role_description": "text field", "value": "Folder", "position": "562.00;798.00", "size": "137;19", "children": []}, {"name": null, "role": "AXTextField", "description": null, "role_description": "text field", "value": "5 KB", "position": "702.00;798.00", "size": "60;19", "children": []}, {"name": null, "role": "AXTextField", "description": null, "role_description": "text field", "value": "drwxr-xr-x", "position": "765.00;798.00", "size": "62;19", "children": []}, {"name": null, "role": "AXStaticText", "description": null, "role_description": "text", "value": "", "position": "830.00;798.00", "size": "64;19", "children": []}, {"name": null, "role": "AXTextField", "description": null, "role_description": "text field", "value": "", "position": "897.00;798.00", "size": "64;19", "children": []}, {"name": null, "role": "AXTextField", "description": null, "role_description": "text field", "value": "5 KB", "position": "964.00;798.00", "size": "64;19", "children": []}, {"name": null, "role": "AXTextField", "description": null, "role_description": "text field", "value": "Store", "position": "1031.00;798.00", "size": "64;19", "children": []}]}, {"name": null, "role": "AXRow", "description": null, "role_description": "outline row", "value": null, "position": "158.00;818.00", "size": "953;21", "children": [{"name": null, "role": "AXGroup", "description": null, "role_description": "group", "value": null, "position": "168.00;818.00", "size": "208;21", "children": [{"name": null, "role": "AXDisclosureTriangle", "description": null, "role_description": "disclosure triangle", "value": 0, "position": "209.00;819.00", "size": "13;19", "children": []}, {"name": null, "role": "AXTextField", "description": null, "role_description": "text field", "value": "1215535", "position": "222.00;819.00", "size": "152;19", "children": []}]}, {"name": null, "role": "AXTextField", "description": null, "role_description": "text field", "value": "2023-12-14 16:10:30", "position": "377.00;819.00", "size": "115;19", "children": []}, {"name": null, "role": "AXTextField", "description": null, "role_description": "text field", "value": "7 KB", "position": "495.00;819.00", "size": "64;19", "children": []}, {"name": null, "role": "AXTextField", "description": null, "role_description": "text field", "value": "Folder", "position": "562.00;819.00", "size": "137;19", "children": []}, {"name": null, "role": "AXTextField", "description": null, "role_description": "text field", "value": "6 KB", "position": "702.00;819.00", "size": "60;19", "children": []}, {"name": null, "role": "AXTextField", "description": null, "role_description": "text field", "value": "drwxr-xr-x", "position": "765.00;819.00", "size": "62;19", "children": []}, {"name": null, "role": "AXStaticText", "description": null, "role_description": "text", "value": "", "position": "830.00;819.00", "size": "64;19", "children": []}, {"name": null, "role": "AXTextField", "description": null, "role_description": "text field", "value": "", "position": "897.00;819.00", "size": "64;19", "children": []}, {"name": null, "role": "AXTextField", "description": null, "role_description": "text field", "value": "7 KB", "position": "964.00;819.00", "size": "64;19", "children": []}, {"name": null, "role": "AXTextField", "description": null, "role_description": "text field", "value": "Store", "position": "1031.00;819.00", "size": "64;19", "children": []}]}, {"name": null, "role": "AXRow", "description": null, "role_description": "outline row", "value": null, "position": "158.00;839.00", "size": "953;21", "children": [{"name": null, "role": "AXGroup", "description": null, "role_description": "group", "value": null, "position": "168.00;839.00", "size": "208;21", "children": [{"name": null, "role": "AXDisclosureTriangle", "description": null, "role_description": "disclosure triangle", "value": 0, "position": "209.00;840.00", "size": "13;19", "children": []}, {"name": null, "role": "AXTextField", "description": null, "role_description": "text field", "value": "1210275", "position": "222.00;840.00", "size": "152;19", "children": []}]}, {"name": null, "role": "AXTextField", "description": null, "role_description": "text field", "value": "2023-12-14 16:10:29", "position": "377.00;840.00", "size": "115;19", "children": []}, {"name": null, "role": "AXTextField", "description": null, "role_description": "text field", "value": "5 KB", "position": "495.00;840.00", "size": "64;19", "children": []}, {"name": null, "role": "AXTextField", "description": null, "role_description": "text field", "value": "Folder", "position": "562.00;840.00", "size": "137;19", "children": []}, {"name": null, "role": "AXTextField", "description": null, "role_description": "text field", "value": "5 KB", "position": "702.00;840.00", "size": "60;19", "children": []}, {"name": null, "role": "AXTextField", "description": null, "role_description": "text field", "value": "drwxr-xr-x", "position": "765.00;840.00", "size": "62;19", "children": []}, {"name": null, "role": "AXStaticText", "description": null, "role_description": "text", "value": "", "position": "830.00;840.00", "size": "64;19", "children": []}, {"name": null, "role": "AXTextField", "description": null, "role_description": "text field", "value": "", "position": "897.00;840.00", "size": "64;19", "children": []}, {"name": null, "role": "AXTextField", "description": null, "role_description": "text field", "value": "5 KB", "position": "964.00;840.00", "size": "64;19", "children": []}, {"name": null, "role": "AXTextField", "description": null, "role_description": "text field", "value": "Store", "position": "1031.00;840.00", "size": "64;19", "children": []}]}, {"name": null, "role": "AXRow", "description": null, "role_description": "outline row", "value": null, "position": "158.00;860.00", "size": "953;21", "children": [{"name": null, "role": "AXGroup", "description": null, "role_description": "group", "value": null, "position": "168.00;860.00", "size": "208;21", "children": [{"name": null, "role": "AXDisclosureTriangle", "description": null, "role_description": "disclosure triangle", "value": 0, "position": "209.00;861.00", "size": "13;19", "children": []}, {"name": null, "role": "AXTextField", "description": null, "role_description": "text field", "value": "1215707", "position": "222.00;861.00", "size": "152;19", "children": []}]}, {"name": null, "role": "AXTextField", "description": null, "role_description": "text field", "value": "2023-12-14 16:10:29", "position": "377.00;861.00", "size": "115;19", "children": []}, {"name": null, "role": "AXTextField", "description": null, "role_description": "text field", "value": "6 KB", "position": "495.00;861.00", "size": "64;19", "children": []}, {"name": null, "role": "AXTextField", "description": null, "role_description": "text field", "value": "Folder", "position": "562.00;861.00", "size": "137;19", "children": []}, {"name": null, "role": "AXTextField", "description": null, "role_description": "text field", "value": "6 KB", "position": "702.00;861.00", "size": "60;19", "children": []}, {"name": null, "role": "AXTextField", "description": null, "role_description": "text field", "value": "drwxr-xr-x", "position": "765.00;861.00", "size": "62;19", "children": []}, {"name": null, "role": "AXStaticText", "description": null, "role_description": "text", "value": "", "position": "830.00;861.00", "size": "64;19", "children": []}, {"name": null, "role": "AXTextField", "description": null, "role_description": "text field", "value": "", "position": "897.00;861.00", "size": "64;19", "children": []}, {"name": null, "role": "AXTextField", "description": null, "role_description": "text field", "value": "6 KB", "position": "964.00;861.00", "size": "64;19", "children": []}, {"name": null, "role": "AXTextField", "description": null, "role_description": "text field", "value": "Store", "position": "1031.00;861.00", "size": "64;19", "children": []}]}, {"name": null, "role": "AXRow", "description": null, "role_description": "outline row", "value": null, "position": "158.00;881.00", "size": "953;21", "children": [{"name": null, "role": "AXGroup", "description": null, "role_description": "group", "value": null, "position": "168.00;881.00", "size": "208;21", "children": [{"name": null, "role": "AXDisclosureTriangle", "description": null, "role_description": "disclosure triangle", "value": 0, "position": "209.00;882.00", "size": "13;19", "children": []}, {"name": null, "role": "AXTextField", "description": null, "role_description": "text field", "value": "1217050", "position": "222.00;882.00", "size": "152;19", "children": []}]}, {"name": null, "role": "AXTextField", "description": null, "role_description": "text field", "value": "2023-12-14 16:10:30", "position": "377.00;882.00", "size": "115;19", "children": []}, {"name": null, "role": "AXTextField", "description": null, "role_description": "text field", "value": "7 KB", "position": "495.00;882.00", "size": "64;19", "children": []}, {"name": null, "role": "AXTextField", "description": null, "role_description": "text field", "value": "Folder", "position": "562.00;882.00", "size": "137;19", "children": []}, {"name": null, "role": "AXTextField", "description": null, "role_description": "text field", "value": "7 KB", "position": "702.00;882.00", "size": "60;19", "children": []}, {"name": null, "role": "AXTextField", "description": null, "role_description": "text field", "value": "drwxr-xr-x", "position": "765.00;882.00", "size": "62;19", "children": []}, {"name": null, "role": "AXStaticText", "description": null, "role_description": "text", "value": "", "position": "830.00;882.00", "size": "64;19", "children": []}, {"name": null, "role": "AXTextField", "description": null, "role_description": "text field", "value": "", "position": "897.00;882.00", "size": "64;19", "children": []}, {"name": null, "role": "AXTextField", "description": null, "role_description": "text field", "value": "7 KB", "position": "964.00;882.00", "size": "64;19", "children": []}, {"name": null, "role": "AXTextField", "description": null, "role_description": "text field", "value": "Store", "position": "1031.00;882.00", "size": "64;19", "children": []}]}, {"name": null, "role": "AXRow", "description": null, "role_description": "outline row", "value": null, "position": "158.00;902.00", "size": "953;21", "children": [{"name": null, "role": "AXGroup", "description": null, "role_description": "group", "value": null, "position": "168.00;902.00", "size": "208;21", "children": [{"name": null, "role": "AXDisclosureTriangle", "description": null, "role_description": "disclosure triangle", "value": 0, "position": "209.00;903.00", "size": "13;19", "children": []}, {"name": null, "role": "AXTextField", "description": null, "role_description": "text field", "value": "1216182", "position": "222.00;903.00", "size": "152;19", "children": []}]}, {"name": null, "role": "AXTextField", "description": null, "role_description": "text field", "value": "2023-12-14 16:10:26", "position": "377.00;903.00", "size": "115;19", "children": []}, {"name": null, "role": "AXTextField", "description": null, "role_description": "text field", "value": "6 KB", "position": "495.00;903.00", "size": "64;19", "children": []}, {"name": null, "role": "AXTextField", "description": null, "role_description": "text field", "value": "Folder", "position": "562.00;903.00", "size": "137;19", "children": []}, {"name": null, "role": "AXTextField", "description": null, "role_description": "text field", "value": "6 KB", "position": "702.00;903.00", "size": "60;19", "children": []}, {"name": null, "role": "AXTextField", "description": null, "role_description": "text field", "value": "drwxr-xr-x", "position": "765.00;903.00", "size": "62;19", "children": []}, {"name": null, "role": "AXStaticText", "description": null, "role_description": "text", "value": "", "position": "830.00;903.00", "size": "64;19", "children": []}, {"name": null, "role": "AXTextField", "description": null, "role_description": "text field", "value": "", "position": "897.00;903.00", "size": "64;19", "children": []}, {"name": null, "role": "AXTextField", "description": null, "role_description": "text field", "value": "6 KB", "position": "964.00;903.00", "size": "64;19", "children": []}, {"name": null, "role": "AXTextField", "description": null, "role_description": "text field", "value": "Store", "position": "1031.00;903.00", "size": "64;19", "children": []}]}, {"name": null, "role": "AXRow", "description": null, "role_description": "outline row", "value": null, "position": "158.00;923.00", "size": "953;21", "children": [{"name": null, "role": "AXGroup", "description": null, "role_description": "group", "value": null, "position": "168.00;923.00", "size": "208;21", "children": [{"name": null, "role": "AXDisclosureTriangle", "description": null, "role_description": "disclosure triangle", "value": 0, "position": "209.00;924.00", "size": "13;19", "children": []}, {"name": null, "role": "AXTextField", "description": null, "role_description": "text field", "value": "1212522", "position": "222.00;924.00", "size": "152;19", "children": []}]}, {"name": null, "role": "AXTextField", "description": null, "role_description": "text field", "value": "2023-12-14 16:10:32", "position": "377.00;924.00", "size": "115;19", "children": []}, {"name": null, "role": "AXTextField", "description": null, "role_description": "text field", "value": "4 KB", "position": "495.00;924.00", "size": "64;19", "children": []}, {"name": null, "role": "AXTextField", "description": null, "role_description": "text field", "value": "Folder", "position": "562.00;924.00", "size": "137;19", "children": []}, {"name": null, "role": "AXTextField", "description": null, "role_description": "text field", "value": "4 KB", "position": "702.00;924.00", "size": "60;19", "children": []}, {"name": null, "role": "AXTextField", "description": null, "role_description": "text field", "value": "drwxr-xr-x", "position": "765.00;924.00", "size": "62;19", "children": []}, {"name": null, "role": "AXStaticText", "description": null, "role_description": "text", "value": "", "position": "830.00;924.00", "size": "64;19", "children": []}, {"name": null, "role": "AXTextField", "description": null, "role_description": "text field", "value": "", "position": "897.00;924.00", "size": "64;19", "children": []}, {"name": null, "role": "AXTextField", "description": null, "role_description": "text field", "value": "4 KB", "position": "964.00;924.00", "size": "64;19", "children": []}, {"name": null, "role": "AXTextField", "description": null, "role_description": "text field", "value": "Store", "position": "1031.00;924.00", "size": "64;19", "children": []}]}, {"name": null, "role": "AXRow", "description": null, "role_description": "outline row", "value": null, "position": "158.00;944.00", "size": "953;21", "children": [{"name": null, "role": "AXGroup", "description": null, "role_description": "group", "value": null, "position": "168.00;944.00", "size": "208;21", "children": [{"name": null, "role": "AXDisclosureTriangle", "description": null, "role_description": "disclosure triangle", "value": 0, "position": "209.00;945.00", "size": "13;19", "children": []}, {"name": null, "role": "AXTextField", "description": null, "role_description": "text field", "value": "1214048", "position": "222.00;945.00", "size": "152;19", "children": []}]}, {"name": null, "role": "AXTextField", "description": null, "role_description": "text field", "value": "2023-12-14 16:10:27", "position": "377.00;945.00", "size": "115;19", "children": []}, {"name": null, "role": "AXTextField", "description": null, "role_description": "text field", "value": "5 KB", "position": "495.00;945.00", "size": "64;19", "children": []}, {"name": null, "role": "AXTextField", "description": null, "role_description": "text field", "value": "Folder", "position": "562.00;945.00", "size": "137;19", "children": []}, {"name": null, "role": "AXTextField", "description": null, "role_description": "text field", "value": "5 KB", "position": "702.00;945.00", "size": "60;19", "children": []}, {"name": null, "role": "AXTextField", "description": null, "role_description": "text field", "value": "drwxr-xr-x", "position": "765.00;945.00", "size": "62;19", "children": []}, {"name": null, "role": "AXStaticText", "description": null, "role_description": "text", "value": "", "position": "830.00;945.00", "size": "64;19", "children": []}, {"name": null, "role": "AXTextField", "description": null, "role_description": "text field", "value": "", "position": "897.00;945.00", "size": "64;19", "children": []}, {"name": null, "role": "AXTextField", "description": null, "role_description": "text field", "value": "5 KB", "position": "964.00;945.00", "size": "64;19", "children": []}, {"name": null, "role": "AXTextField", "description": null, "role_description": "text field", "value": "Store", "position": "1031.00;945.00", "size": "64;19", "children": []}]}, {"name": null, "role": "AXRow", "description": null, "role_description": "outline row", "value": null, "position": "158.00;965.00", "size": "953;21", "children": [{"name": null, "role": "AXGroup", "description": null, "role_description": "group", "value": null, "position": "168.00;965.00", "size": "208;21", "children": [{"name": null, "role": "AXDisclosureTriangle", "description": null, "role_description": "disclosure triangle", "value": 0, "position": "209.00;966.00", "size": "13;19", "children": []}, {"name": null, "role": "AXTextField", "description": null, "role_description": "text field", "value": "1218685", "position": "222.00;966.00", "size": "152;19", "children": []}]}, {"name": null, "role": "AXTextField", "description": null, "role_description": "text field", "value": "2023-12-14 16:10:27", "position": "377.00;966.00", "size": "115;19", "children": []}, {"name": null, "role": "AXTextField", "description": null, "role_description": "text field", "value": "8 KB", "position": "495.00;966.00", "size": "64;19", "children": []}, {"name": null, "role": "AXTextField", "description": null, "role_description": "text field", "value": "Folder", "position": "562.00;966.00", "size": "137;19", "children": []}, {"name": null, "role": "AXTextField", "description": null, "role_description": "text field", "value": "7 KB", "position": "702.00;966.00", "size": "60;19", "children": []}, {"name": null, "role": "AXTextField", "description": null, "role_description": "text field", "value": "drwxr-xr-x", "position": "765.00;966.00", "size": "62;19", "children": []}, {"name": null, "role": "AXStaticText", "description": null, "role_description": "text", "value": "", "position": "830.00;966.00", "size": "64;19", "children": []}, {"name": null, "role": "AXTextField", "description": null, "role_description": "text field", "value": "", "position": "897.00;966.00", "size": "64;19", "children": []}, {"name": null, "role": "AXTextField", "description": null, "role_description": "text field", "value": "8 KB", "position": "964.00;966.00", "size": "64;19", "children": []}, {"name": null, "role": "AXTextField", "description": null, "role_description": "text field", "value": "Store", "position": "1031.00;966.00", "size": "64;19", "children": []}]}, {"name": null, "role": "AXRow", "description": null, "role_description": "outline row", "value": null, "position": "158.00;986.00", "size": "953;21", "children": [{"name": null, "role": "AXGroup", "description": null, "role_description": "group", "value": null, "position": "168.00;986.00", "size": "208;21", "children": [{"name": null, "role": "AXDisclosureTriangle", "description": null, "role_description": "disclosure triangle", "value": 0, "position": "209.00;987.00", "size": "13;19", "children": []}, {"name": null, "role": "AXTextField", "description": null, "role_description": "text field", "value": "1213863", "position": "222.00;987.00", "size": "152;19", "children": []}]}, {"name": null, "role": "AXTextField", "description": null, "role_description": "text field", "value": "2023-12-14 16:10:28", "position": "377.00;987.00", "size": "115;19", "children": []}, {"name": null, "role": "AXTextField", "description": null, "role_description": "text field", "value": "4 KB", "position": "495.00;987.00", "size": "64;19", "children": []}, {"name": null, "role": "AXTextField", "description": null, "role_description": "text field", "value": "Folder", "position": "562.00;987.00", "size": "137;19", "children": []}, {"name": null, "role": "AXTextField", "description": null, "role_description": "text field", "value": "4 KB", "position": "702.00;987.00", "size": "60;19", "children": []}, {"name": null, "role": "AXTextField", "description": null, "role_description": "text field", "value": "drwxr-xr-x", "position": "765.00;987.00", "size": "62;19", "children": []}, {"name": null, "role": "AXStaticText", "description": null, "role_description": "text", "value": "", "position": "830.00;987.00", "size": "64;19", "children": []}, {"name": null, "role": "AXTextField", "description": null, "role_description": "text field", "value": "", "position": "897.00;987.00", "size": "64;19", "children": []}, {"name": null, "role": "AXTextField", "description": null, "role_description": "text field", "value": "4 KB", "position": "964.00;987.00", "size": "64;19", "children": []}, {"name": null, "role": "AXTextField", "description": null, "role_description": "text field", "value": "Store", "position": "1031.00;987.00", "size": "64;19", "children": []}]}, {"name": null, "role": "AXRow", "description": null, "role_description": "outline row", "value": null, "position": "158.00;1007.00", "size": "953;21", "children": [{"name": null, "role": "AXGroup", "description": null, "role_description": "group", "value": null, "position": "168.00;1007.00", "size": "208;21", "children": [{"name": null, "role": "AXDisclosureTriangle", "description": null, "role_description": "disclosure triangle", "value": 0, "position": "209.00;1008.00", "size": "13;19", "children": []}, {"name": null, "role": "AXTextField", "description": null, "role_description": "text field", "value": "1219565", "position": "222.00;1008.00", "size": "152;19", "children": []}]}, {"name": null, "role": "AXTextField", "description": null, "role_description": "text field", "value": "2023-12-14 16:10:31", "position": "377.00;1008.00", "size": "115;19", "children": []}, {"name": null, "role": "AXTextField", "description": null, "role_description": "text field", "value": "5 KB", "position": "495.00;1008.00", "size": "64;19", "children": []}, {"name": null, "role": "AXTextField", "description": null, "role_description": "text field", "value": "Folder", "position": "562.00;1008.00", "size": "137;19", "children": []}, {"name": null, "role": "AXTextField", "description": null, "role_description": "text field", "value": "5 KB", "position": "702.00;1008.00", "size": "60;19", "children": []}, {"name": null, "role": "AXTextField", "description": null, "role_description": "text field", "value": "drwxr-xr-x", "position": "765.00;1008.00", "size": "62;19", "children": []}, {"name": null, "role": "AXStaticText", "description": null, "role_description": "text", "value": "", "position": "830.00;1008.00", "size": "64;19", "children": []}, {"name": null, "role": "AXTextField", "description": null, "role_description": "text field", "value": "", "position": "897.00;1008.00", "size": "64;19", "children": []}, {"name": null, "role": "AXTextField", "description": null, "role_description": "text field", "value": "5 KB", "position": "964.00;1008.00", "size": "64;19", "children": []}, {"name": null, "role": "AXTextField", "description": null, "role_description": "text field", "value": "Store", "position": "1031.00;1008.00", "size": "64;19", "children": []}]}, {"name": null, "role": "AXRow", "description": null, "role_description": "outline row", "value": null, "position": "158.00;1028.00", "size": "953;21", "children": [{"name": null, "role": "AXGroup", "description": null, "role_description": "group", "value": null, "position": "168.00;1028.00", "size": "208;21", "children": [{"name": null, "role": "AXDisclosureTriangle", "description": null, "role_description": "disclosure triangle", "value": 0, "position": "209.00;1029.00", "size": "13;19", "children": []}, {"name": null, "role": "AXTextField", "description": null, "role_description": "text field", "value": "1216975", "position": "222.00;1029.00", "size": "152;19", "children": []}]}, {"name": null, "role": "AXTextField", "description": null, "role_description": "text field", "value": "2023-12-14 16:10:27", "position": "377.00;1029.00", "size": "115;19", "children": []}, {"name": null, "role": "AXTextField", "description": null, "role_description": "text field", "value": "8 KB", "position": "495.00;1029.00", "size": "64;19", "children": []}, {"name": null, "role": "AXTextField", "description": null, "role_description": "text field", "value": "Folder", "position": "562.00;1029.00", "size": "137;19", "children": []}, {"name": null, "role": "AXTextField", "description": null, "role_description": "text field", "value": "8 KB", "position": "702.00;1029.00", "size": "60;19", "children": []}, {"name": null, "role": "AXTextField", "description": null, "role_description": "text field", "value": "drwxr-xr-x", "position": "765.00;1029.00", "size": "62;19", "children": []}, {"name": null, "role": "AXStaticText", "description": null, "role_description": "text", "value": "", "position": "830.00;1029.00", "size": "64;19", "children": []}, {"name": null, "role": "AXTextField", "description": null, "role_description": "text field", "value": "", "position": "897.00;1029.00", "size": "64;19", "children": []}, {"name": null, "role": "AXTextField", "description": null, "role_description": "text field", "value": "8 KB", "position": "964.00;1029.00", "size": "64;19", "children": []}, {"name": null, "role": "AXTextField", "description": null, "role_description": "text field", "value": "Store", "position": "1031.00;1029.00", "size": "64;19", "children": []}]}, {"name": null, "role": "AXRow", "description": null, "role_description": "outline row", "value": null, "position": "158.00;1049.00", "size": "953;21", "children": [{"name": null, "role": "AXGroup", "description": null, "role_description": "group", "value": null, "position": "168.00;1049.00", "size": "208;21", "children": [{"name": null, "role": "AXDisclosureTriangle", "description": null, "role_description": "disclosure triangle", "value": 0, "position": "209.00;1050.00", "size": "13;19", "children": []}, {"name": null, "role": "AXTextField", "description": null, "role_description": "text field", "value": "1219101", "position": "222.00;1050.00", "size": "152;19", "children": []}]}, {"name": null, "role": "AXTextField", "description": null, "role_description": "text field", "value": "2023-12-14 16:10:27", "position": "377.00;1050.00", "size": "115;19", "children": []}, {"name": null, "role": "AXTextField", "description": null, "role_description": "text field", "value": "5 KB", "position": "495.00;1050.00", "size": "64;19", "children": []}, {"name": null, "role": "AXTextField", "description": null, "role_description": "text field", "value": "Folder", "position": "562.00;1050.00", "size": "137;19", "children": []}, {"name": null, "role": "AXTextField", "description": null, "role_description": "text field", "value": "5 KB", "position": "702.00;1050.00", "size": "60;19", "children": []}, {"name": null, "role": "AXTextField", "description": null, "role_description": "text field", "value": "drwxr-xr-x", "position": "765.00;1050.00", "size": "62;19", "children": []}, {"name": null, "role": "AXStaticText", "description": null, "role_description": "text", "value": "", "position": "830.00;1050.00", "size": "64;19", "children": []}, {"name": null, "role": "AXTextField", "description": null, "role_description": "text field", "value": "", "position": "897.00;1050.00", "size": "64;19", "children": []}, {"name": null, "role": "AXTextField", "description": null, "role_description": "text field", "value": "5 KB", "position": "964.00;1050.00", "size": "64;19", "children": []}, {"name": null, "role": "AXTextField", "description": null, "role_description": "text field", "value": "Store", "position": "1031.00;1050.00", "size": "64;19", "children": []}]}, {"name": null, "role": "AXRow", "description": null, "role_description": "outline row", "value": null, "position": "158.00;1070.00", "size": "953;21", "children": [{"name": null, "role": "AXGroup", "description": null, "role_description": "group", "value": null, "position": "168.00;1070.00", "size": "208;21", "children": [{"name": null, "role": "AXDisclosureTriangle", "description": null, "role_description": "disclosure triangle", "value": 0, "position": "209.00;1071.00", "size": "13;19", "children": []}, {"name": null, "role": "AXTextField", "description": null, "role_description": "text field", "value": "1211962", "position": "222.00;1071.00", "size": "152;19", "children": []}]}, {"name": null, "role": "AXTextField", "description": null, "role_description": "text field", "value": "2023-12-14 16:10:29", "position": "377.00;1071.00", "size": "115;19", "children": []}, {"name": null, "role": "AXTextField", "description": null, "role_description": "text field", "value": "5 KB", "position": "495.00;1071.00", "size": "64;19", "children": []}, {"name": null, "role": "AXTextField", "description": null, "role_description": "text field", "value": "Folder", "position": "562.00;1071.00", "size": "137;19", "children": []}, {"name": null, "role": "AXTextField", "description": null, "role_description": "text field", "value": "5 KB", "position": "702.00;1071.00", "size": "60;19", "children": []}, {"name": null, "role": "AXTextField", "description": null, "role_description": "text field", "value": "drwxr-xr-x", "position": "765.00;1071.00", "size": "62;19", "children": []}, {"name": null, "role": "AXStaticText", "description": null, "role_description": "text", "value": "", "position": "830.00;1071.00", "size": "64;19", "children": []}, {"name": null, "role": "AXTextField", "description": null, "role_description": "text field", "value": "", "position": "897.00;1071.00", "size": "64;19", "children": []}, {"name": null, "role": "AXTextField", "description": null, "role_description": "text field", "value": "5 KB", "position": "964.00;1071.00", "size": "64;19", "children": []}, {"name": null, "role": "AXTextField", "description": null, "role_description": "text field", "value": "Store", "position": "1031.00;1071.00", "size": "64;19", "children": []}]}, {"name": null, "role": "AXRow", "description": null, "role_description": "outline row", "value": null, "position": "158.00;1091.00", "size": "953;21", "children": [{"name": null, "role": "AXGroup", "description": null, "role_description": "group", "value": null, "position": "168.00;1091.00", "size": "208;21", "children": [{"name": null, "role": "AXDisclosureTriangle", "description": null, "role_description": "disclosure triangle", "value": 0, "position": "209.00;1092.00", "size": "13;19", "children": []}, {"name": null, "role": "AXTextField", "description": null, "role_description": "text field", "value": "1213609", "position": "222.00;1092.00", "size": "152;19", "children": []}]}, {"name": null, "role": "AXTextField", "description": null, "role_description": "text field", "value": "2023-12-14 16:10:27", "position": "377.00;1092.00", "size": "115;19", "children": []}, {"name": null, "role": "AXTextField", "description": null, "role_description": "text field", "value": "4 KB", "position": "495.00;1092.00", "size": "64;19", "children": []}, {"name": null, "role": "AXTextField", "description": null, "role_description": "text field", "value": "Folder", "position": "562.00;1092.00", "size": "137;19", "children": []}, {"name": null, "role": "AXTextField", "description": null, "role_description": "text field", "value": "4 KB", "position": "702.00;1092.00", "size": "60;19", "children": []}, {"name": null, "role": "AXTextField", "description": null, "role_description": "text field", "value": "drwxr-xr-x", "position": "765.00;1092.00", "size": "62;19", "children": []}, {"name": null, "role": "AXStaticText", "description": null, "role_description": "text", "value": "", "position": "830.00;1092.00", "size": "64;19", "children": []}, {"name": null, "role": "AXTextField", "description": null, "role_description": "text field", "value": "", "position": "897.00;1092.00", "size": "64;19", "children": []}, {"name": null, "role": "AXTextField", "description": null, "role_description": "text field", "value": "4 KB", "position": "964.00;1092.00", "size": "64;19", "children": []}, {"name": null, "role": "AXTextField", "description": null, "role_description": "text field", "value": "Store", "position": "1031.00;1092.00", "size": "64;19", "children": []}]}, {"name": null, "role": "AXRow", "description": null, "role_description": "outline row", "value": null, "position": "158.00;1112.00", "size": "953;21", "children": [{"name": null, "role": "AXGroup", "description": null, "role_description": "group", "value": null, "position": "168.00;1112.00", "size": "208;21", "children": [{"name": null, "role": "AXDisclosureTriangle", "description": null, "role_description": "disclosure triangle", "value": 0, "position": "209.00;1113.00", "size": "13;19", "children": []}, {"name": null, "role": "AXTextField", "description": null, "role_description": "text field", "value": "1219333", "position": "222.00;1113.00", "size": "152;19", "children": []}]}, {"name": null, "role": "AXTextField", "description": null, "role_description": "text field", "value": "2023-12-14 16:10:27", "position": "377.00;1113.00", "size": "115;19", "children": []}, {"name": null, "role": "AXTextField", "description": null, "role_description": "text field", "value": "5 KB", "position": "495.00;1113.00", "size": "64;19", "children": []}, {"name": null, "role": "AXTextField", "description": null, "role_description": "text field", "value": "Folder", "position": "562.00;1113.00", "size": "137;19", "children": []}, {"name": null, "role": "AXTextField", "description": null, "role_description": "text field", "value": "5 KB", "position": "702.00;1113.00", "size": "60;19", "children": []}, {"name": null, "role": "AXTextField", "description": null, "role_description": "text field", "value": "drwxr-xr-x", "position": "765.00;1113.00", "size": "62;19", "children": []}, {"name": null, "role": "AXStaticText", "description": null, "role_description": "text", "value": "", "position": "830.00;1113.00", "size": "64;19", "children": []}, {"name": null, "role": "AXTextField", "description": null, "role_description": "text field", "value": "", "position": "897.00;1113.00", "size": "64;19", "children": []}, {"name": null, "role": "AXTextField", "description": null, "role_description": "text field", "value": "5 KB", "position": "964.00;1113.00", "size": "64;19", "children": []}, {"name": null, "role": "AXTextField", "description": null, "role_description": "text field", "value": "Store", "position": "1031.00;1113.00", "size": "64;19", "children": []}]}, {"name": null, "role": "AXRow", "description": null, "role_description": "outline row", "value": null, "position": "158.00;1133.00", "size": "953;21", "children": [{"name": null, "role": "AXGroup", "description": null, "role_description": "group", "value": null, "position": "168.00;1133.00", "size": "208;21", "children": [{"name": null, "role": "AXDisclosureTriangle", "description": null, "role_description": "disclosure triangle", "value": 0, "position": "209.00;1134.00", "size": "13;19", "children": []}, {"name": null, "role": "AXTextField", "description": null, "role_description": "text field", "value": "1217853", "position": "222.00;1134.00", "size": "152;19", "children": []}]}, {"name": null, "role": "AXTextField", "description": null, "role_description": "text field", "value": "2023-12-14 16:10:26", "position": "377.00;1134.00", "size": "115;19", "children": []}, {"name": null, "role": "AXTextField", "description": null, "role_description": "text field", "value": "5 KB", "position": "495.00;1134.00", "size": "64;19", "children": []}, {"name": null, "role": "AXTextField", "description": null, "role_description": "text field", "value": "Folder", "position": "562.00;1134.00", "size": "137;19", "children": []}, {"name": null, "role": "AXTextField", "description": null, "role_description": "text field", "value": "5 KB", "position": "702.00;1134.00", "size": "60;19", "children": []}, {"name": null, "role": "AXTextField", "description": null, "role_description": "text field", "value": "drwxr-xr-x", "position": "765.00;1134.00", "size": "62;19", "children": []}, {"name": null, "role": "AXStaticText", "description": null, "role_description": "text", "value": "", "position": "830.00;1134.00", "size": "64;19", "children": []}, {"name": null, "role": "AXTextField", "description": null, "role_description": "text field", "value": "", "position": "897.00;1134.00", "size": "64;19", "children": []}, {"name": null, "role": "AXTextField", "description": null, "role_description": "text field", "value": "5 KB", "position": "964.00;1134.00", "size": "64;19", "children": []}, {"name": null, "role": "AXTextField", "description": null, "role_description": "text field", "value": "Store", "position": "1031.00;1134.00", "size": "64;19", "children": []}]}, {"name": null, "role": "AXRow", "description": null, "role_description": "outline row", "value": null, "position": "158.00;1154.00", "size": "953;21", "children": [{"name": null, "role": "AXGroup", "description": null, "role_description": "group", "value": null, "position": "168.00;1154.00", "size": "208;21", "children": [{"name": null, "role": "AXDisclosureTriangle", "description": null, "role_description": "disclosure triangle", "value": 0, "position": "209.00;1155.00", "size": "13;19", "children": []}, {"name": null, "role": "AXTextField", "description": null, "role_description": "text field", "value": "1211398", "position": "222.00;1155.00", "size": "152;19", "children": []}]}, {"name": null, "role": "AXTextField", "description": null, "role_description": "text field", "value": "2023-12-14 16:10:27", "position": "377.00;1155.00", "size": "115;19", "children": []}, {"name": null, "role": "AXTextField", "description": null, "role_description": "text field", "value": "7 KB", "position": "495.00;1155.00", "size": "64;19", "children": []}, {"name": null, "role": "AXTextField", "description": null, "role_description": "text field", "value": "Folder", "position": "562.00;1155.00", "size": "137;19", "children": []}, {"name": null, "role": "AXTextField", "description": null, "role_description": "text field", "value": "7 KB", "position": "702.00;1155.00", "size": "60;19", "children": []}, {"name": null, "role": "AXTextField", "description": null, "role_description": "text field", "value": "drwxr-xr-x", "position": "765.00;1155.00", "size": "62;19", "children": []}, {"name": null, "role": "AXStaticText", "description": null, "role_description": "text", "value": "", "position": "830.00;1155.00", "size": "64;19", "children": []}, {"name": null, "role": "AXTextField", "description": null, "role_description": "text field", "value": "", "position": "897.00;1155.00", "size": "64;19", "children": []}, {"name": null, "role": "AXTextField", "description": null, "role_description": "text field", "value": "7 KB", "position": "964.00;1155.00", "size": "64;19", "children": []}, {"name": null, "role": "AXTextField", "description": null, "role_description": "text field", "value": "Store", "position": "1031.00;1155.00", "size": "64;19", "children": []}]}, {"name": null, "role": "AXRow", "description": null, "role_description": "outline row", "value": null, "position": "158.00;1175.00", "size": "953;21", "children": [{"name": null, "role": "AXGroup", "description": null, "role_description": "group", "value": null, "position": "168.00;1175.00", "size": "208;21", "children": [{"name": null, "role": "AXDisclosureTriangle", "description": null, "role_description": "disclosure triangle", "value": 0, "position": "209.00;1176.00", "size": "13;19", "children": []}, {"name": null, "role": "AXTextField", "description": null, "role_description": "text field", "value": "1215952", "position": "222.00;1176.00", "size": "152;19", "children": []}]}, {"name": null, "role": "AXTextField", "description": null, "role_description": "text field", "value": "2023-12-14 16:10:29", "position": "377.00;1176.00", "size": "115;19", "children": []}, {"name": null, "role": "AXTextField", "description": null, "role_description": "text field", "value": "5 KB", "position": "495.00;1176.00", "size": "64;19", "children": []}, {"name": null, "role": "AXTextField", "description": null, "role_description": "text field", "value": "Folder", "position": "562.00;1176.00", "size": "137;19", "children": []}, {"name": null, "role": "AXTextField", "description": null, "role_description": "text field", "value": "5 KB", "position": "702.00;1176.00", "size": "60;19", "children": []}, {"name": null, "role": "AXTextField", "description": null, "role_description": "text field", "value": "drwxr-xr-x", "position": "765.00;1176.00", "size": "62;19", "children": []}, {"name": null, "role": "AXStaticText", "description": null, "role_description": "text", "value": "", "position": "830.00;1176.00", "size": "64;19", "children": []}, {"name": null, "role": "AXTextField", "description": null, "role_description": "text field", "value": "", "position": "897.00;1176.00", "size": "64;19", "children": []}, {"name": null, "role": "AXTextField", "description": null, "role_description": "text field", "value": "5 KB", "position": "964.00;1176.00", "size": "64;19", "children": []}, {"name": null, "role": "AXTextField", "description": null, "role_description": "text field", "value": "Store", "position": "1031.00;1176.00", "size": "64;19", "children": []}]}, {"name": null, "role": "AXRow", "description": null, "role_description": "outline row", "value": null, "position": "158.00;1196.00", "size": "953;21", "children": [{"name": null, "role": "AXGroup", "description": null, "role_description": "group", "value": null, "position": "168.00;1196.00", "size": "208;21", "children": [{"name": null, "role": "AXDisclosureTriangle", "description": null, "role_description": "disclosure triangle", "value": 0, "position": "209.00;1197.00", "size": "13;19", "children": []}, {"name": null, "role": "AXTextField", "description": null, "role_description": "text field", "value": "1217639", "position": "222.00;1197.00", "size": "152;19", "children": []}]}, {"name": null, "role": "AXTextField", "description": null, "role_description": "text field", "value": "2023-12-14 16:10:29", "position": "377.00;1197.00", "size": "115;19", "children": []}, {"name": null, "role": "AXTextField", "description": null, "role_description": "text field", "value": "6 KB", "position": "495.00;1197.00", "size": "64;19", "children": []}, {"name": null, "role": "AXTextField", "description": null, "role_description": "text field", "value": "Folder", "position": "562.00;1197.00", "size": "137;19", "children": []}, {"name": null, "role": "AXTextField", "description": null, "role_description": "text field", "value": "6 KB", "position": "702.00;1197.00", "size": "60;19", "children": []}, {"name": null, "role": "AXTextField", "description": null, "role_description": "text field", "value": "drwxr-xr-x", "position": "765.00;1197.00", "size": "62;19", "children": []}, {"name": null, "role": "AXStaticText", "description": null, "role_description": "text", "value": "", "position": "830.00;1197.00", "size": "64;19", "children": []}, {"name": null, "role": "AXTextField", "description": null, "role_description": "text field", "value": "", "position": "897.00;1197.00", "size": "64;19", "children": []}, {"name": null, "role": "AXTextField", "description": null, "role_description": "text field", "value": "6 KB", "position": "964.00;1197.00", "size": "64;19", "children": []}, {"name": null, "role": "AXTextField", "description": null, "role_description": "text field", "value": "Store", "position": "1031.00;1197.00", "size": "64;19", "children": []}]}, {"name": null, "role": "AXRow", "description": null, "role_description": "outline row", "value": null, "position": "158.00;1217.00", "size": "953;21", "children": [{"name": null, "role": "AXGroup", "description": null, "role_description": "group", "value": null, "position": "168.00;1217.00", "size": "208;21", "children": [{"name": null, "role": "AXDisclosureTriangle", "description": null, "role_description": "disclosure triangle", "value": 0, "position": "209.00;1218.00", "size": "13;19", "children": []}, {"name": null, "role": "AXTextField", "description": null, "role_description": "text field", "value": "1218671", "position": "222.00;1218.00", "size": "152;19", "children": []}]}, {"name": null, "role": "AXTextField", "description": null, "role_description": "text field", "value": "2023-12-14 16:10:29", "position": "377.00;1218.00", "size": "115;19", "children": []}, {"name": null, "role": "AXTextField", "description": null, "role_description": "text field", "value": "5 KB", "position": "495.00;1218.00", "size": "64;19", "children": []}, {"name": null, "role": "AXTextField", "description": null, "role_description": "text field", "value": "Folder", "position": "562.00;1218.00", "size": "137;19", "children": []}, {"name": null, "role": "AXTextField", "description": null, "role_description": "text field", "value": "5 KB", "position": "702.00;1218.00", "size": "60;19", "children": []}, {"name": null, "role": "AXTextField", "description": null, "role_description": "text field", "value": "drwxr-xr-x", "position": "765.00;1218.00", "size": "62;19", "children": []}, {"name": null, "role": "AXStaticText", "description": null, "role_description": "text", "value": "", "position": "830.00;1218.00", "size": "64;19", "children": []}, {"name": null, "role": "AXTextField", "description": null, "role_description": "text field", "value": "", "position": "897.00;1218.00", "size": "64;19", "children": []}, {"name": null, "role": "AXTextField", "description": null, "role_description": "text field", "value": "5 KB", "position": "964.00;1218.00", "size": "64;19", "children": []}, {"name": null, "role": "AXTextField", "description": null, "role_description": "text field", "value": "Store", "position": "1031.00;1218.00", "size": "64;19", "children": []}]}, {"name": null, "role": "AXRow", "description": null, "role_description": "outline row", "value": null, "position": "158.00;1238.00", "size": "953;21", "children": [{"name": null, "role": "AXGroup", "description": null, "role_description": "group", "value": null, "position": "168.00;1238.00", "size": "208;21", "children": [{"name": null, "role": "AXDisclosureTriangle", "description": null, "role_description": "disclosure triangle", "value": 0, "position": "209.00;1239.00", "size": "13;19", "children": []}, {"name": null, "role": "AXTextField", "description": null, "role_description": "text field", "value": "1213299", "position": "222.00;1239.00", "size": "152;19", "children": []}]}, {"name": null, "role": "AXTextField", "description": null, "role_description": "text field", "value": "2023-12-14 16:10:29", "position": "377.00;1239.00", "size": "115;19", "children": []}, {"name": null, "role": "AXTextField", "description": null, "role_description": "text field", "value": "6 KB", "position": "495.00;1239.00", "size": "64;19", "children": []}, {"name": null, "role": "AXTextField", "description": null, "role_description": "text field", "value": "Folder", "position": "562.00;1239.00", "size": "137;19", "children": []}, {"name": null, "role": "AXTextField", "description": null, "role_description": "text field", "value": "6 KB", "position": "702.00;1239.00", "size": "60;19", "children": []}, {"name": null, "role": "AXTextField", "description": null, "role_description": "text field", "value": "drwxr-xr-x", "position": "765.00;1239.00", "size": "62;19", "children": []}, {"name": null, "role": "AXStaticText", "description": null, "role_description": "text", "value": "", "position": "830.00;1239.00", "size": "64;19", "children": []}, {"name": null, "role": "AXTextField", "description": null, "role_description": "text field", "value": "", "position": "897.00;1239.00", "size": "64;19", "children": []}, {"name": null, "role": "AXTextField", "description": null, "role_description": "text field", "value": "6 KB", "position": "964.00;1239.00", "size": "64;19", "children": []}, {"name": null, "role": "AXTextField", "description": null, "role_description": "text field", "value": "Store", "position": "1031.00;1239.00", "size": "64;19", "children": []}]}, {"name": null, "role": "AXRow", "description": null, "role_description": "outline row", "value": null, "position": "158.00;1259.00", "size": "953;21", "children": [{"name": null, "role": "AXGroup", "description": null, "role_description": "group", "value": null, "position": "168.00;1259.00", "size": "208;21", "children": [{"name": null, "role": "AXDisclosureTriangle", "description": null, "role_description": "disclosure triangle", "value": 0, "position": "209.00;1260.00", "size": "13;19", "children": []}, {"name": null, "role": "AXTextField", "description": null, "role_description": "text field", "value": "1212945", "position": "222.00;1260.00", "size": "152;19", "children": []}]}, {"name": null, "role": "AXTextField", "description": null, "role_description": "text field", "value": "2023-12-14 16:10:29", "position": "377.00;1260.00", "size": "115;19", "children": []}, {"name": null, "role": "AXTextField", "description": null, "role_description": "text field", "value": "8 KB", "position": "495.00;1260.00", "size": "64;19", "children": []}, {"name": null, "role": "AXTextField", "description": null, "role_description": "text field", "value": "Folder", "position": "562.00;1260.00", "size": "137;19", "children": []}, {"name": null, "role": "AXTextField", "description": null, "role_description": "text field", "value": "8 KB", "position": "702.00;1260.00", "size": "60;19", "children": []}, {"name": null, "role": "AXTextField", "description": null, "role_description": "text field", "value": "drwxr-xr-x", "position": "765.00;1260.00", "size": "62;19", "children": []}, {"name": null, "role": "AXStaticText", "description": null, "role_description": "text", "value": "", "position": "830.00;1260.00", "size": "64;19", "children": []}, {"name": null, "role": "AXTextField", "description": null, "role_description": "text field", "value": "", "position": "897.00;1260.00", "size": "64;19", "children": []}, {"name": null, "role": "AXTextField", "description": null, "role_description": "text field", "value": "8 KB", "position": "964.00;1260.00", "size": "64;19", "children": []}, {"name": null, "role": "AXTextField", "description": null, "role_description": "text field", "value": "Store", "position": "1031.00;1260.00", "size": "64;19", "children": []}]}, {"name": null, "role": "AXRow", "description": null, "role_description": "outline row", "value": null, "position": "158.00;1280.00", "size": "953;21", "children": [{"name": null, "role": "AXGroup", "description": null, "role_description": "group", "value": null, "position": "168.00;1280.00", "size": "208;21", "children": [{"name": null, "role": "AXDisclosureTriangle", "description": null, "role_description": "disclosure triangle", "value": 0, "position": "209.00;1281.00", "size": "13;19", "children": []}, {"name": null, "role": "AXTextField", "description": null, "role_description": "text field", "value": "1219591", "position": "222.00;1281.00", "size": "152;19", "children": []}]}, {"name": null, "role": "AXTextField", "description": null, "role_description": "text field", "value": "2023-12-14 16:10:29", "position": "377.00;1281.00", "size": "115;19", "children": []}, {"name": null, "role": "AXTextField", "description": null, "role_description": "text field", "value": "4 KB", "position": "495.00;1281.00", "size": "64;19", "children": []}, {"name": null, "role": "AXTextField", "description": null, "role_description": "text field", "value": "Folder", "position": "562.00;1281.00", "size": "137;19", "children": []}, {"name": null, "role": "AXTextField", "description": null, "role_description": "text field", "value": "4 KB", "position": "702.00;1281.00", "size": "60;19", "children": []}, {"name": null, "role": "AXTextField", "description": null, "role_description": "text field", "value": "drwxr-xr-x", "position": "765.00;1281.00", "size": "62;19", "children": []}, {"name": null, "role": "AXStaticText", "description": null, "role_description": "text", "value": "", "position": "830.00;1281.00", "size": "64;19", "children": []}, {"name": null, "role": "AXTextField", "description": null, "role_description": "text field", "value": "", "position": "897.00;1281.00", "size": "64;19", "children": []}, {"name": null, "role": "AXTextField", "description": null, "role_description": "text field", "value": "4 KB", "position": "964.00;1281.00", "size": "64;19", "children": []}, {"name": null, "role": "AXTextField", "description": null, "role_description": "text field", "value": "Store", "position": "1031.00;1281.00", "size": "64;19", "children": []}]}, {"name": null, "role": "AXRow", "description": null, "role_description": "outline row", "value": null, "position": "158.00;1301.00", "size": "953;21", "children": [{"name": null, "role": "AXGroup", "description": null, "role_description": "group", "value": null, "position": "168.00;1301.00", "size": "208;21", "children": [{"name": null, "role": "AXDisclosureTriangle", "description": null, "role_description": "disclosure triangle", "value": 0, "position": "209.00;1302.00", "size": "13;19", "children": []}, {"name": null, "role": "AXTextField", "description": null, "role_description": "text field", "value": "1218443", "position": "222.00;1302.00", "size": "152;19", "children": []}]}, {"name": null, "role": "AXTextField", "description": null, "role_description": "text field", "value": "2023-12-14 16:10:30", "position": "377.00;1302.00", "size": "115;19", "children": []}, {"name": null, "role": "AXTextField", "description": null, "role_description": "text field", "value": "3 KB", "position": "495.00;1302.00", "size": "64;19", "children": []}, {"name": null, "role": "AXTextField", "description": null, "role_description": "text field", "value": "Folder", "position": "562.00;1302.00", "size": "137;19", "children": []}, {"name": null, "role": "AXTextField", "description": null, "role_description": "text field", "value": "3 KB", "position": "702.00;1302.00", "size": "60;19", "children": []}, {"name": null, "role": "AXTextField", "description": null, "role_description": "text field", "value": "drwxr-xr-x", "position": "765.00;1302.00", "size": "62;19", "children": []}, {"name": null, "role": "AXStaticText", "description": null, "role_description": "text", "value": "", "position": "830.00;1302.00", "size": "64;19", "children": []}, {"name": null, "role": "AXTextField", "description": null, "role_description": "text field", "value": "", "position": "897.00;1302.00", "size": "64;19", "children": []}, {"name": null, "role": "AXTextField", "description": null, "role_description": "text field", "value": "3 KB", "position": "964.00;1302.00", "size": "64;19", "children": []}, {"name": null, "role": "AXTextField", "description": null, "role_description": "text field", "value": "Store", "position": "1031.00;1302.00", "size": "64;19", "children": []}]}, {"name": null, "role": "AXRow", "description": null, "role_description": "outline row", "value": null, "position": "158.00;1322.00", "size": "953;21", "children": [{"name": null, "role": "AXGroup", "description": null, "role_description": "group", "value": null, "position": "168.00;1322.00", "size": "208;21", "children": [{"name": null, "role": "AXDisclosureTriangle", "description": null, "role_description": "disclosure triangle", "value": 0, "position": "209.00;1323.00", "size": "13;19", "children": []}, {"name": null, "role": "AXTextField", "description": null, "role_description": "text field", "value": "1210272", "position": "222.00;1323.00", "size": "152;19", "children": []}]}, {"name": null, "role": "AXTextField", "description": null, "role_description": "text field", "value": "2023-12-14 16:10:29", "position": "377.00;1323.00", "size": "115;19", "children": []}, {"name": null, "role": "AXTextField", "description": null, "role_description": "text field", "value": "4 KB", "position": "495.00;1323.00", "size": "64;19", "children": []}, {"name": null, "role": "AXTextField", "description": null, "role_description": "text field", "value": "Folder", "position": "562.00;1323.00", "size": "137;19", "children": []}, {"name": null, "role": "AXTextField", "description": null, "role_description": "text field", "value": "4 KB", "position": "702.00;1323.00", "size": "60;19", "children": []}, {"name": null, "role": "AXTextField", "description": null, "role_description": "text field", "value": "drwxr-xr-x", "position": "765.00;1323.00", "size": "62;19", "children": []}, {"name": null, "role": "AXStaticText", "description": null, "role_description": "text", "value": "", "position": "830.00;1323.00", "size": "64;19", "children": []}, {"name": null, "role": "AXTextField", "description": null, "role_description": "text field", "value": "", "position": "897.00;1323.00", "size": "64;19", "children": []}, {"name": null, "role": "AXTextField", "description": null, "role_description": "text field", "value": "4 KB", "position": "964.00;1323.00", "size": "64;19", "children": []}, {"name": null, "role": "AXTextField", "description": null, "role_description": "text field", "value": "Store", "position": "1031.00;1323.00", "size": "64;19", "children": []}]}, {"name": null, "role": "AXRow", "description": null, "role_description": "outline row", "value": null, "position": "158.00;1343.00", "size": "953;21", "children": [{"name": null, "role": "AXGroup", "description": null, "role_description": "group", "value": null, "position": "168.00;1343.00", "size": "208;21", "children": [{"name": null, "role": "AXDisclosureTriangle", "description": null, "role_description": "disclosure triangle", "value": 0, "position": "209.00;1344.00", "size": "13;19", "children": []}, {"name": null, "role": "AXTextField", "description": null, "role_description": "text field", "value": "1215700", "position": "222.00;1344.00", "size": "152;19", "children": []}]}, {"name": null, "role": "AXTextField", "description": null, "role_description": "text field", "value": "2023-12-14 16:10:32", "position": "377.00;1344.00", "size": "115;19", "children": []}, {"name": null, "role": "AXTextField", "description": null, "role_description": "text field", "value": "3 KB", "position": "495.00;1344.00", "size": "64;19", "children": []}, {"name": null, "role": "AXTextField", "description": null, "role_description": "text field", "value": "Folder", "position": "562.00;1344.00", "size": "137;19", "children": []}, {"name": null, "role": "AXTextField", "description": null, "role_description": "text field", "value": "3 KB", "position": "702.00;1344.00", "size": "60;19", "children": []}, {"name": null, "role": "AXTextField", "description": null, "role_description": "text field", "value": "drwxr-xr-x", "position": "765.00;1344.00", "size": "62;19", "children": []}, {"name": null, "role": "AXStaticText", "description": null, "role_description": "text", "value": "", "position": "830.00;1344.00", "size": "64;19", "children": []}, {"name": null, "role": "AXTextField", "description": null, "role_description": "text field", "value": "", "position": "897.00;1344.00", "size": "64;19", "children": []}, {"name": null, "role": "AXTextField", "description": null, "role_description": "text field", "value": "3 KB", "position": "964.00;1344.00", "size": "64;19", "children": []}, {"name": null, "role": "AXTextField", "description": null, "role_description": "text field", "value": "Store", "position": "1031.00;1344.00", "size": "64;19", "children": []}]}, {"name": null, "role": "AXRow", "description": null, "role_description": "outline row", "value": null, "position": "158.00;1364.00", "size": "953;21", "children": [{"name": null, "role": "AXGroup", "description": null, "role_description": "group", "value": null, "position": "168.00;1364.00", "size": "208;21", "children": [{"name": null, "role": "AXDisclosureTriangle", "description": null, "role_description": "disclosure triangle", "value": 0, "position": "209.00;1365.00", "size": "13;19", "children": []}, {"name": null, "role": "AXTextField", "description": null, "role_description": "text field", "value": "1217057", "position": "222.00;1365.00", "size": "152;19", "children": []}]}, {"name": null, "role": "AXTextField", "description": null, "role_description": "text field", "value": "2023-12-14 16:10:31", "position": "377.00;1365.00", "size": "115;19", "children": []}, {"name": null, "role": "AXTextField", "description": null, "role_description": "text field", "value": "6 KB", "position": "495.00;1365.00", "size": "64;19", "children": []}, {"name": null, "role": "AXTextField", "description": null, "role_description": "text field", "value": "Folder", "position": "562.00;1365.00", "size": "137;19", "children": []}, {"name": null, "role": "AXTextField", "description": null, "role_description": "text field", "value": "6 KB", "position": "702.00;1365.00", "size": "60;19", "children": []}, {"name": null, "role": "AXTextField", "description": null, "role_description": "text field", "value": "drwxr-xr-x", "position": "765.00;1365.00", "size": "62;19", "children": []}, {"name": null, "role": "AXStaticText", "description": null, "role_description": "text", "value": "", "position": "830.00;1365.00", "size": "64;19", "children": []}, {"name": null, "role": "AXTextField", "description": null, "role_description": "text field", "value": "", "position": "897.00;1365.00", "size": "64;19", "children": []}, {"name": null, "role": "AXTextField", "description": null, "role_description": "text field", "value": "6 KB", "position": "964.00;1365.00", "size": "64;19", "children": []}, {"name": null, "role": "AXTextField", "description": null, "role_description": "text field", "value": "Store", "position": "1031.00;1365.00", "size": "64;19", "children": []}]}, {"name": null, "role": "AXRow", "description": null, "role_description": "outline row", "value": null, "position": "158.00;1385.00", "size": "953;21", "children": [{"name": null, "role": "AXGroup", "description": null, "role_description": "group", "value": null, "position": "168.00;1385.00", "size": "208;21", "children": [{"name": null, "role": "AXDisclosureTriangle", "description": null, "role_description": "disclosure triangle", "value": 0, "position": "209.00;1386.00", "size": "13;19", "children": []}, {"name": null, "role": "AXTextField", "description": null, "role_description": "text field", "value": "1218823", "position": "222.00;1386.00", "size": "152;19", "children": []}]}, {"name": null, "role": "AXTextField", "description": null, "role_description": "text field", "value": "2023-12-14 16:10:28", "position": "377.00;1386.00", "size": "115;19", "children": []}, {"name": null, "role": "AXTextField", "description": null, "role_description": "text field", "value": "5 KB", "position": "495.00;1386.00", "size": "64;19", "children": []}, {"name": null, "role": "AXTextField", "description": null, "role_description": "text field", "value": "Folder", "position": "562.00;1386.00", "size": "137;19", "children": []}, {"name": null, "role": "AXTextField", "description": null, "role_description": "text field", "value": "5 KB", "position": "702.00;1386.00", "size": "60;19", "children": []}, {"name": null, "role": "AXTextField", "description": null, "role_description": "text field", "value": "drwxr-xr-x", "position": "765.00;1386.00", "size": "62;19", "children": []}, {"name": null, "role": "AXStaticText", "description": null, "role_description": "text", "value": "", "position": "830.00;1386.00", "size": "64;19", "children": []}, {"name": null, "role": "AXTextField", "description": null, "role_description": "text field", "value": "", "position": "897.00;1386.00", "size": "64;19", "children": []}, {"name": null, "role": "AXTextField", "description": null, "role_description": "text field", "value": "5 KB", "position": "964.00;1386.00", "size": "64;19", "children": []}, {"name": null, "role": "AXTextField", "description": null, "role_description": "text field", "value": "Store", "position": "1031.00;1386.00", "size": "64;19", "children": []}]}, {"name": null, "role": "AXRow", "description": null, "role_description": "outline row", "value": null, "position": "158.00;1406.00", "size": "953;21", "children": [{"name": null, "role": "AXGroup", "description": null, "role_description": "group", "value": null, "position": "168.00;1406.00", "size": "208;21", "children": [{"name": null, "role": "AXDisclosureTriangle", "description": null, "role_description": "disclosure triangle", "value": 0, "position": "209.00;1407.00", "size": "13;19", "children": []}, {"name": null, "role": "AXTextField", "description": null, "role_description": "text field", "value": "1216185", "position": "222.00;1407.00", "size": "152;19", "children": []}]}, {"name": null, "role": "AXTextField", "description": null, "role_description": "text field", "value": "2023-12-14 16:10:27", "position": "377.00;1407.00", "size": "115;19", "children": []}, {"name": null, "role": "AXTextField", "description": null, "role_description": "text field", "value": "6 KB", "position": "495.00;1407.00", "size": "64;19", "children": []}, {"name": null, "role": "AXTextField", "description": null, "role_description": "text field", "value": "Folder", "position": "562.00;1407.00", "size": "137;19", "children": []}, {"name": null, "role": "AXTextField", "description": null, "role_description": "text field", "value": "6 KB", "position": "702.00;1407.00", "size": "60;19", "children": []}, {"name": null, "role": "AXTextField", "description": null, "role_description": "text field", "value": "drwxr-xr-x", "position": "765.00;1407.00", "size": "62;19", "children": []}, {"name": null, "role": "AXStaticText", "description": null, "role_description": "text", "value": "", "position": "830.00;1407.00", "size": "64;19", "children": []}, {"name": null, "role": "AXTextField", "description": null, "role_description": "text field", "value": "", "position": "897.00;1407.00", "size": "64;19", "children": []}, {"name": null, "role": "AXTextField", "description": null, "role_description": "text field", "value": "6 KB", "position": "964.00;1407.00", "size": "64;19", "children": []}, {"name": null, "role": "AXTextField", "description": null, "role_description": "text field", "value": "Store", "position": "1031.00;1407.00", "size": "64;19", "children": []}]}, {"name": null, "role": "AXRow", "description": null, "role_description": "outline row", "value": null, "position": "158.00;1427.00", "size": "953;21", "children": [{"name": null, "role": "AXGroup", "description": null, "role_description": "group", "value": null, "position": "168.00;1427.00", "size": "208;21", "children": [{"name": null, "role": "AXDisclosureTriangle", "description": null, "role_description": "disclosure triangle", "value": 0, "position": "209.00;1428.00", "size": "13;19", "children": []}, {"name": null, "role": "AXTextField", "description": null, "role_description": "text field", "value": "1212525", "position": "222.00;1428.00", "size": "152;19", "children": []}]}, {"name": null, "role": "AXTextField", "description": null, "role_description": "text field", "value": "2023-12-14 16:10:29", "position": "377.00;1428.00", "size": "115;19", "children": []}, {"name": null, "role": "AXTextField", "description": null, "role_description": "text field", "value": "5 KB", "position": "495.00;1428.00", "size": "64;19", "children": []}, {"name": null, "role": "AXTextField", "description": null, "role_description": "text field", "value": "Folder", "position": "562.00;1428.00", "size": "137;19", "children": []}, {"name": null, "role": "AXTextField", "description": null, "role_description": "text field", "value": "5 KB", "position": "702.00;1428.00", "size": "60;19", "children": []}, {"name": null, "role": "AXTextField", "description": null, "role_description": "text field", "value": "drwxr-xr-x", "position": "765.00;1428.00", "size": "62;19", "children": []}, {"name": null, "role": "AXStaticText", "description": null, "role_description": "text", "value": "", "position": "830.00;1428.00", "size": "64;19", "children": []}, {"name": null, "role": "AXTextField", "description": null, "role_description": "text field", "value": "", "position": "897.00;1428.00", "size": "64;19", "children": []}, {"name": null, "role": "AXTextField", "description": null, "role_description": "text field", "value": "5 KB", "position": "964.00;1428.00", "size": "64;19", "children": []}, {"name": null, "role": "AXTextField", "description": null, "role_description": "text field", "value": "Store", "position": "1031.00;1428.00", "size": "64;19", "children": []}]}, {"name": null, "role": "AXRow", "description": null, "role_description": "outline row", "value": null, "position": "158.00;1448.00", "size": "953;21", "children": [{"name": null, "role": "AXGroup", "description": null, "role_description": "group", "value": null, "position": "168.00;1448.00", "size": "208;21", "children": [{"name": null, "role": "AXDisclosureTriangle", "description": null, "role_description": "disclosure triangle", "value": 0, "position": "209.00;1449.00", "size": "13;19", "children": []}, {"name": null, "role": "AXTextField", "description": null, "role_description": "text field", "value": "1217265", "position": "222.00;1449.00", "size": "152;19", "children": []}]}, {"name": null, "role": "AXTextField", "description": null, "role_description": "text field", "value": "2023-12-14 16:10:30", "position": "377.00;1449.00", "size": "115;19", "children": []}, {"name": null, "role": "AXTextField", "description": null, "role_description": "text field", "value": "16 KB", "position": "495.00;1449.00", "size": "64;19", "children": []}, {"name": null, "role": "AXTextField", "description": null, "role_description": "text field", "value": "Folder", "position": "562.00;1449.00", "size": "137;19", "children": []}, {"name": null, "role": "AXTextField", "description": null, "role_description": "text field", "value": "16 KB", "position": "702.00;1449.00", "size": "60;19", "children": []}, {"name": null, "role": "AXTextField", "description": null, "role_description": "text field", "value": "drwxr-xr-x", "position": "765.00;1449.00", "size": "62;19", "children": []}, {"name": null, "role": "AXStaticText", "description": null, "role_description": "text", "value": "", "position": "830.00;1449.00", "size": "64;19", "children": []}, {"name": null, "role": "AXTextField", "description": null, "role_description": "text field", "value": "", "position": "897.00;1449.00", "size": "64;19", "children": []}, {"name": null, "role": "AXTextField", "description": null, "role_description": "text field", "value": "16 KB", "position": "964.00;1449.00", "size": "64;19", "children": []}, {"name": null, "role": "AXTextField", "description": null, "role_description": "text field", "value": "Store", "position": "1031.00;1449.00", "size": "64;19", "children": []}]}, {"name": null, "role": "AXRow", "description": null, "role_description": "outline row", "value": null, "position": "158.00;1469.00", "size": "953;21", "children": [{"name": null, "role": "AXGroup", "description": null, "role_description": "group", "value": null, "position": "168.00;1469.00", "size": "208;21", "children": [{"name": null, "role": "AXDisclosureTriangle", "description": null, "role_description": "disclosure triangle", "value": 0, "position": "209.00;1470.00", "size": "13;19", "children": []}, {"name": null, "role": "AXTextField", "description": null, "role_description": "text field", "value": "1211192", "position": "222.00;1470.00", "size": "152;19", "children": []}]}, {"name": null, "role": "AXTextField", "description": null, "role_description": "text field", "value": "2023-12-14 16:10:31", "position": "377.00;1470.00", "size": "115;19", "children": []}, {"name": null, "role": "AXTextField", "description": null, "role_description": "text field", "value": "6 KB", "position": "495.00;1470.00", "size": "64;19", "children": []}, {"name": null, "role": "AXTextField", "description": null, "role_description": "text field", "value": "Folder", "position": "562.00;1470.00", "size": "137;19", "children": []}, {"name": null, "role": "AXTextField", "description": null, "role_description": "text field", "value": "6 KB", "position": "702.00;1470.00", "size": "60;19", "children": []}, {"name": null, "role": "AXTextField", "description": null, "role_description": "text field", "value": "drwxr-xr-x", "position": "765.00;1470.00", "size": "62;19", "children": []}, {"name": null, "role": "AXStaticText", "description": null, "role_description": "text", "value": "", "position": "830.00;1470.00", "size": "64;19", "children": []}, {"name": null, "role": "AXTextField", "description": null, "role_description": "text field", "value": "", "position": "897.00;1470.00", "size": "64;19", "children": []}, {"name": null, "role": "AXTextField", "description": null, "role_description": "text field", "value": "6 KB", "position": "964.00;1470.00", "size": "64;19", "children": []}, {"name": null, "role": "AXTextField", "description": null, "role_description": "text field", "value": "Store", "position": "1031.00;1470.00", "size": "64;19", "children": []}]}, {"name": null, "role": "AXRow", "description": null, "role_description": "outline row", "value": null, "position": "158.00;1490.00", "size": "953;21", "children": [{"name": null, "role": "AXGroup", "description": null, "role_description": "group", "value": null, "position": "168.00;1490.00", "size": "208;21", "children": [{"name": null, "role": "AXDisclosureTriangle", "description": null, "role_description": "disclosure triangle", "value": 0, "position": "209.00;1491.00", "size": "13;19", "children": []}, {"name": null, "role": "AXTextField", "description": null, "role_description": "text field", "value": "1210040", "position": "222.00;1491.00", "size": "152;19", "children": []}]}, {"name": null, "role": "AXTextField", "description": null, "role_description": "text field", "value": "2023-12-14 16:10:29", "position": "377.00;1491.00", "size": "115;19", "children": []}, {"name": null, "role": "AXTextField", "description": null, "role_description": "text field", "value": "6 KB", "position": "495.00;1491.00", "size": "64;19", "children": []}, {"name": null, "role": "AXTextField", "description": null, "role_description": "text field", "value": "Folder", "position": "562.00;1491.00", "size": "137;19", "children": []}, {"name": null, "role": "AXTextField", "description": null, "role_description": "text field", "value": "6 KB", "position": "702.00;1491.00", "size": "60;19", "children": []}, {"name": null, "role": "AXTextField", "description": null, "role_description": "text field", "value": "drwxr-xr-x", "position": "765.00;1491.00", "size": "62;19", "children": []}, {"name": null, "role": "AXStaticText", "description": null, "role_description": "text", "value": "", "position": "830.00;1491.00", "size": "64;19", "children": []}, {"name": null, "role": "AXTextField", "description": null, "role_description": "text field", "value": "", "position": "897.00;1491.00", "size": "64;19", "children": []}, {"name": null, "role": "AXTextField", "description": null, "role_description": "text field", "value": "6 KB", "position": "964.00;1491.00", "size": "64;19", "children": []}, {"name": null, "role": "AXTextField", "description": null, "role_description": "text field", "value": "Store", "position": "1031.00;1491.00", "size": "64;19", "children": []}]}, {"name": null, "role": "AXRow", "description": null, "role_description": "outline row", "value": null, "position": "158.00;1511.00", "size": "953;21", "children": [{"name": null, "role": "AXGroup", "description": null, "role_description": "group", "value": null, "position": "168.00;1511.00", "size": "208;21", "children": [{"name": null, "role": "AXDisclosureTriangle", "description": null, "role_description": "disclosure triangle", "value": 0, "position": "209.00;1512.00", "size": "13;19", "children": []}, {"name": null, "role": "AXTextField", "description": null, "role_description": "text field", "value": "1215532", "position": "222.00;1512.00", "size": "152;19", "children": []}]}, {"name": null, "role": "AXTextField", "description": null, "role_description": "text field", "value": "2023-12-14 16:10:28", "position": "377.00;1512.00", "size": "115;19", "children": []}, {"name": null, "role": "AXTextField", "description": null, "role_description": "text field", "value": "7 KB", "position": "495.00;1512.00", "size": "64;19", "children": []}, {"name": null, "role": "AXTextField", "description": null, "role_description": "text field", "value": "Folder", "position": "562.00;1512.00", "size": "137;19", "children": []}, {"name": null, "role": "AXTextField", "description": null, "role_description": "text field", "value": "6 KB", "position": "702.00;1512.00", "size": "60;19", "children": []}, {"name": null, "role": "AXTextField", "description": null, "role_description": "text field", "value": "drwxr-xr-x", "position": "765.00;1512.00", "size": "62;19", "children": []}, {"name": null, "role": "AXStaticText", "description": null, "role_description": "text", "value": "", "position": "830.00;1512.00", "size": "64;19", "children": []}, {"name": null, "role": "AXTextField", "description": null, "role_description": "text field", "value": "", "position": "897.00;1512.00", "size": "64;19", "children": []}, {"name": null, "role": "AXTextField", "description": null, "role_description": "text field", "value": "7 KB", "position": "964.00;1512.00", "size": "64;19", "children": []}, {"name": null, "role": "AXTextField", "description": null, "role_description": "text field", "value": "Store", "position": "1031.00;1512.00", "size": "64;19", "children": []}]}, {"name": null, "role": "AXRow", "description": null, "role_description": "outline row", "value": null, "position": "158.00;1532.00", "size": "953;21", "children": [{"name": null, "role": "AXGroup", "description": null, "role_description": "group", "value": null, "position": "168.00;1532.00", "size": "208;21", "children": [{"name": null, "role": "AXDisclosureTriangle", "description": null, "role_description": "disclosure triangle", "value": 0, "position": "209.00;1533.00", "size": "13;19", "children": []}, {"name": null, "role": "AXTextField", "description": null, "role_description": "text field", "value": "1218649", "position": "222.00;1533.00", "size": "152;19", "children": []}]}, {"name": null, "role": "AXTextField", "description": null, "role_description": "text field", "value": "2023-12-14 16:10:31", "position": "377.00;1533.00", "size": "115;19", "children": []}, {"name": null, "role": "AXTextField", "description": null, "role_description": "text field", "value": "6 KB", "position": "495.00;1533.00", "size": "64;19", "children": []}, {"name": null, "role": "AXTextField", "description": null, "role_description": "text field", "value": "Folder", "position": "562.00;1533.00", "size": "137;19", "children": []}, {"name": null, "role": "AXTextField", "description": null, "role_description": "text field", "value": "6 KB", "position": "702.00;1533.00", "size": "60;19", "children": []}, {"name": null, "role": "AXTextField", "description": null, "role_description": "text field", "value": "drwxr-xr-x", "position": "765.00;1533.00", "size": "62;19", "children": []}, {"name": null, "role": "AXStaticText", "description": null, "role_description": "text", "value": "", "position": "830.00;1533.00", "size": "64;19", "children": []}, {"name": null, "role": "AXTextField", "description": null, "role_description": "text field", "value": "", "position": "897.00;1533.00", "size": "64;19", "children": []}, {"name": null, "role": "AXTextField", "description": null, "role_description": "text field", "value": "6 KB", "position": "964.00;1533.00", "size": "64;19", "children": []}, {"name": null, "role": "AXTextField", "description": null, "role_description": "text field", "value": "Store", "position": "1031.00;1533.00", "size": "64;19", "children": []}]}, {"name": null, "role": "AXRow", "description": null, "role_description": "outline row", "value": null, "position": "158.00;1553.00", "size": "953;21", "children": [{"name": null, "role": "AXGroup", "description": null, "role_description": "group", "value": null, "position": "168.00;1553.00", "size": "208;21", "children": [{"name": null, "role": "AXDisclosureTriangle", "description": null, "role_description": "disclosure triangle", "value": 0, "position": "209.00;1554.00", "size": "13;19", "children": []}, {"name": null, "role": "AXTextField", "description": null, "role_description": "text field", "value": "1214084", "position": "222.00;1554.00", "size": "152;19", "children": []}]}, {"name": null, "role": "AXTextField", "description": null, "role_description": "text field", "value": "2023-12-14 16:10:29", "position": "377.00;1554.00", "size": "115;19", "children": []}, {"name": null, "role": "AXTextField", "description": null, "role_description": "text field", "value": "10 KB", "position": "495.00;1554.00", "size": "64;19", "children": []}, {"name": null, "role": "AXTextField", "description": null, "role_description": "text field", "value": "Folder", "position": "562.00;1554.00", "size": "137;19", "children": []}, {"name": null, "role": "AXTextField", "description": null, "role_description": "text field", "value": "10 KB", "position": "702.00;1554.00", "size": "60;19", "children": []}, {"name": null, "role": "AXTextField", "description": null, "role_description": "text field", "value": "drwxr-xr-x", "position": "765.00;1554.00", "size": "62;19", "children": []}, {"name": null, "role": "AXStaticText", "description": null, "role_description": "text", "value": "", "position": "830.00;1554.00", "size": "64;19", "children": []}, {"name": null, "role": "AXTextField", "description": null, "role_description": "text field", "value": "", "position": "897.00;1554.00", "size": "64;19", "children": []}, {"name": null, "role": "AXTextField", "description": null, "role_description": "text field", "value": "10 KB", "position": "964.00;1554.00", "size": "64;19", "children": []}, {"name": null, "role": "AXTextField", "description": null, "role_description": "text field", "value": "Store", "position": "1031.00;1554.00", "size": "64;19", "children": []}]}, {"name": null, "role": "AXRow", "description": null, "role_description": "outline row", "value": null, "position": "158.00;1574.00", "size": "953;21", "children": [{"name": null, "role": "AXGroup", "description": null, "role_description": "group", "value": null, "position": "168.00;1574.00", "size": "208;21", "children": [{"name": null, "role": "AXDisclosureTriangle", "description": null, "role_description": "disclosure triangle", "value": 0, "position": "209.00;1575.00", "size": "13;19", "children": []}, {"name": null, "role": "AXTextField", "description": null, "role_description": "text field", "value": "1215156", "position": "222.00;1575.00", "size": "152;19", "children": []}]}, {"name": null, "role": "AXTextField", "description": null, "role_description": "text field", "value": "2023-12-14 16:10:30", "position": "377.00;1575.00", "size": "115;19", "children": []}, {"name": null, "role": "AXTextField", "description": null, "role_description": "text field", "value": "6 KB", "position": "495.00;1575.00", "size": "64;19", "children": []}, {"name": null, "role": "AXTextField", "description": null, "role_description": "text field", "value": "Folder", "position": "562.00;1575.00", "size": "137;19", "children": []}, {"name": null, "role": "AXTextField", "description": null, "role_description": "text field", "value": "6 KB", "position": "702.00;1575.00", "size": "60;19", "children": []}, {"name": null, "role": "AXTextField", "description": null, "role_description": "text field", "value": "drwxr-xr-x", "position": "765.00;1575.00", "size": "62;19", "children": []}, {"name": null, "role": "AXStaticText", "description": null, "role_description": "text", "value": "", "position": "830.00;1575.00", "size": "64;19", "children": []}, {"name": null, "role": "AXTextField", "description": null, "role_description": "text field", "value": "", "position": "897.00;1575.00", "size": "64;19", "children": []}, {"name": null, "role": "AXTextField", "description": null, "role_description": "text field", "value": "6 KB", "position": "964.00;1575.00", "size": "64;19", "children": []}, {"name": null, "role": "AXTextField", "description": null, "role_description": "text field", "value": "Store", "position": "1031.00;1575.00", "size": "64;19", "children": []}]}, {"name": null, "role": "AXRow", "description": null, "role_description": "outline row", "value": null, "position": "158.00;1595.00", "size": "953;21", "children": [{"name": null, "role": "AXGroup", "description": null, "role_description": "group", "value": null, "position": "168.00;1595.00", "size": "208;21", "children": [{"name": null, "role": "AXDisclosureTriangle", "description": null, "role_description": "disclosure triangle", "value": 0, "position": "209.00;1596.00", "size": "13;19", "children": []}, {"name": null, "role": "AXTextField", "description": null, "role_description": "text field", "value": "1215364", "position": "222.00;1596.00", "size": "152;19", "children": []}]}, {"name": null, "role": "AXTextField", "description": null, "role_description": "text field", "value": "2023-12-14 16:10:31", "position": "377.00;1596.00", "size": "115;19", "children": []}, {"name": null, "role": "AXTextField", "description": null, "role_description": "text field", "value": "5 KB", "position": "495.00;1596.00", "size": "64;19", "children": []}, {"name": null, "role": "AXTextField", "description": null, "role_description": "text field", "value": "Folder", "position": "562.00;1596.00", "size": "137;19", "children": []}, {"name": null, "role": "AXTextField", "description": null, "role_description": "text field", "value": "5 KB", "position": "702.00;1596.00", "size": "60;19", "children": []}, {"name": null, "role": "AXTextField", "description": null, "role_description": "text field", "value": "drwxr-xr-x", "position": "765.00;1596.00", "size": "62;19", "children": []}, {"name": null, "role": "AXStaticText", "description": null, "role_description": "text", "value": "", "position": "830.00;1596.00", "size": "64;19", "children": []}, {"name": null, "role": "AXTextField", "description": null, "role_description": "text field", "value": "", "position": "897.00;1596.00", "size": "64;19", "children": []}, {"name": null, "role": "AXTextField", "description": null, "role_description": "text field", "value": "5 KB", "position": "964.00;1596.00", "size": "64;19", "children": []}, {"name": null, "role": "AXTextField", "description": null, "role_description": "text field", "value": "Store", "position": "1031.00;1596.00", "size": "64;19", "children": []}]}, {"name": null, "role": "AXRow", "description": null, "role_description": "outline row", "value": null, "position": "158.00;1616.00", "size": "953;21", "children": [{"name": null, "role": "AXGroup", "description": null, "role_description": "group", "value": null, "position": "168.00;1616.00", "size": "208;21", "children": [{"name": null, "role": "AXDisclosureTriangle", "description": null, "role_description": "disclosure triangle", "value": 0, "position": "209.00;1617.00", "size": "13;19", "children": []}, {"name": null, "role": "AXTextField", "description": null, "role_description": "text field", "value": "1217433", "position": "222.00;1617.00", "size": "152;19", "children": []}]}, {"name": null, "role": "AXTextField", "description": null, "role_description": "text field", "value": "2023-12-14 16:10:27", "position": "377.00;1617.00", "size": "115;19", "children": []}, {"name": null, "role": "AXTextField", "description": null, "role_description": "text field", "value": "7 KB", "position": "495.00;1617.00", "size": "64;19", "children": []}, {"name": null, "role": "AXTextField", "description": null, "role_description": "text field", "value": "Folder", "position": "562.00;1617.00", "size": "137;19", "children": []}, {"name": null, "role": "AXTextField", "description": null, "role_description": "text field", "value": "7 KB", "position": "702.00;1617.00", "size": "60;19", "children": []}, {"name": null, "role": "AXTextField", "description": null, "role_description": "text field", "value": "drwxr-xr-x", "position": "765.00;1617.00", "size": "62;19", "children": []}, {"name": null, "role": "AXStaticText", "description": null, "role_description": "text", "value": "", "position": "830.00;1617.00", "size": "64;19", "children": []}, {"name": null, "role": "AXTextField", "description": null, "role_description": "text field", "value": "", "position": "897.00;1617.00", "size": "64;19", "children": []}, {"name": null, "role": "AXTextField", "description": null, "role_description": "text field", "value": "7 KB", "position": "964.00;1617.00", "size": "64;19", "children": []}, {"name": null, "role": "AXTextField", "description": null, "role_description": "text field", "value": "Store", "position": "1031.00;1617.00", "size": "64;19", "children": []}]}, {"name": null, "role": "AXRow", "description": null, "role_description": "outline row", "value": null, "position": "158.00;1637.00", "size": "953;21", "children": [{"name": null, "role": "AXGroup", "description": null, "role_description": "group", "value": null, "position": "168.00;1637.00", "size": "208;21", "children": [{"name": null, "role": "AXDisclosureTriangle", "description": null, "role_description": "disclosure triangle", "value": 0, "position": "209.00;1638.00", "size": "13;19", "children": []}, {"name": null, "role": "AXTextField", "description": null, "role_description": "text field", "value": "1212141", "position": "222.00;1638.00", "size": "152;19", "children": []}]}, {"name": null, "role": "AXTextField", "description": null, "role_description": "text field", "value": "2023-12-14 16:10:28", "position": "377.00;1638.00", "size": "115;19", "children": []}, {"name": null, "role": "AXTextField", "description": null, "role_description": "text field", "value": "4 KB", "position": "495.00;1638.00", "size": "64;19", "children": []}, {"name": null, "role": "AXTextField", "description": null, "role_description": "text field", "value": "Folder", "position": "562.00;1638.00", "size": "137;19", "children": []}, {"name": null, "role": "AXTextField", "description": null, "role_description": "text field", "value": "4 KB", "position": "702.00;1638.00", "size": "60;19", "children": []}, {"name": null, "role": "AXTextField", "description": null, "role_description": "text field", "value": "drwxr-xr-x", "position": "765.00;1638.00", "size": "62;19", "children": []}, {"name": null, "role": "AXStaticText", "description": null, "role_description": "text", "value": "", "position": "830.00;1638.00", "size": "64;19", "children": []}, {"name": null, "role": "AXTextField", "description": null, "role_description": "text field", "value": "", "position": "897.00;1638.00", "size": "64;19", "children": []}, {"name": null, "role": "AXTextField", "description": null, "role_description": "text field", "value": "4 KB", "position": "964.00;1638.00", "size": "64;19", "children": []}, {"name": null, "role": "AXTextField", "description": null, "role_description": "text field", "value": "Store", "position": "1031.00;1638.00", "size": "64;19", "children": []}]}, {"name": null, "role": "AXRow", "description": null, "role_description": "outline row", "value": null, "position": "158.00;1658.00", "size": "953;21", "children": [{"name": null, "role": "AXGroup", "description": null, "role_description": "group", "value": null, "position": "168.00;1658.00", "size": "208;21", "children": [{"name": null, "role": "AXDisclosureTriangle", "description": null, "role_description": "disclosure triangle", "value": 0, "position": "209.00;1659.00", "size": "13;19", "children": []}, {"name": null, "role": "AXTextField", "description": null, "role_description": "text field", "value": "1216727", "position": "222.00;1659.00", "size": "152;19", "children": []}]}, {"name": null, "role": "AXTextField", "description": null, "role_description": "text field", "value": "2023-12-14 16:10:32", "position": "377.00;1659.00", "size": "115;19", "children": []}, {"name": null, "role": "AXTextField", "description": null, "role_description": "text field", "value": "31 KB", "position": "495.00;1659.00", "size": "64;19", "children": []}, {"name": null, "role": "AXTextField", "description": null, "role_description": "text field", "value": "Folder", "position": "562.00;1659.00", "size": "137;19", "children": []}, {"name": null, "role": "AXTextField", "description": null, "role_description": "text field", "value": "30 KB", "position": "702.00;1659.00", "size": "60;19", "children": []}, {"name": null, "role": "AXTextField", "description": null, "role_description": "text field", "value": "drwxr-xr-x", "position": "765.00;1659.00", "size": "62;19", "children": []}, {"name": null, "role": "AXStaticText", "description": null, "role_description": "text", "value": "", "position": "830.00;1659.00", "size": "64;19", "children": []}, {"name": null, "role": "AXTextField", "description": null, "role_description": "text field", "value": "", "position": "897.00;1659.00", "size": "64;19", "children": []}, {"name": null, "role": "AXTextField", "description": null, "role_description": "text field", "value": "31 KB", "position": "964.00;1659.00", "size": "64;19", "children": []}, {"name": null, "role": "AXTextField", "description": null, "role_description": "text field", "value": "Store", "position": "1031.00;1659.00", "size": "64;19", "children": []}]}, {"name": null, "role": "AXRow", "description": null, "role_description": "outline row", "value": null, "position": "158.00;1679.00", "size": "953;21", "children": [{"name": null, "role": "AXGroup", "description": null, "role_description": "group", "value": null, "position": "168.00;1679.00", "size": "208;21", "children": [{"name": null, "role": "AXDisclosureTriangle", "description": null, "role_description": "disclosure triangle", "value": 0, "position": "209.00;1680.00", "size": "13;19", "children": []}, {"name": null, "role": "AXTextField", "description": null, "role_description": "text field", "value": "1212387", "position": "222.00;1680.00", "size": "152;19", "children": []}]}, {"name": null, "role": "AXTextField", "description": null, "role_description": "text field", "value": "2023-12-14 16:10:28", "position": "377.00;1680.00", "size": "115;19", "children": []}, {"name": null, "role": "AXTextField", "description": null, "role_description": "text field", "value": "6 KB", "position": "495.00;1680.00", "size": "64;19", "children": []}, {"name": null, "role": "AXTextField", "description": null, "role_description": "text field", "value": "Folder", "position": "562.00;1680.00", "size": "137;19", "children": []}, {"name": null, "role": "AXTextField", "description": null, "role_description": "text field", "value": "6 KB", "position": "702.00;1680.00", "size": "60;19", "children": []}, {"name": null, "role": "AXTextField", "description": null, "role_description": "text field", "value": "drwxr-xr-x", "position": "765.00;1680.00", "size": "62;19", "children": []}, {"name": null, "role": "AXStaticText", "description": null, "role_description": "text", "value": "", "position": "830.00;1680.00", "size": "64;19", "children": []}, {"name": null, "role": "AXTextField", "description": null, "role_description": "text field", "value": "", "position": "897.00;1680.00", "size": "64;19", "children": []}, {"name": null, "role": "AXTextField", "description": null, "role_description": "text field", "value": "6 KB", "position": "964.00;1680.00", "size": "64;19", "children": []}, {"name": null, "role": "AXTextField", "description": null, "role_description": "text field", "value": "Store", "position": "1031.00;1680.00", "size": "64;19", "children": []}]}, {"name": null, "role": "AXRow", "description": null, "role_description": "outline row", "value": null, "position": "158.00;1700.00", "size": "953;21", "children": [{"name": null, "role": "AXGroup", "description": null, "role_description": "group", "value": null, "position": "168.00;1700.00", "size": "208;21", "children": [{"name": null, "role": "AXDisclosureTriangle", "description": null, "role_description": "disclosure triangle", "value": 0, "position": "209.00;1701.00", "size": "13;19", "children": []}, {"name": null, "role": "AXTextField", "description": null, "role_description": "text field", "value": "1213255", "position": "222.00;1701.00", "size": "152;19", "children": []}]}, {"name": null, "role": "AXTextField", "description": null, "role_description": "text field", "value": "2023-12-14 16:10:29", "position": "377.00;1701.00", "size": "115;19", "children": []}, {"name": null, "role": "AXTextField", "description": null, "role_description": "text field", "value": "6 KB", "position": "495.00;1701.00", "size": "64;19", "children": []}, {"name": null, "role": "AXTextField", "description": null, "role_description": "text field", "value": "Folder", "position": "562.00;1701.00", "size": "137;19", "children": []}, {"name": null, "role": "AXTextField", "description": null, "role_description": "text field", "value": "6 KB", "position": "702.00;1701.00", "size": "60;19", "children": []}, {"name": null, "role": "AXTextField", "description": null, "role_description": "text field", "value": "drwxr-xr-x", "position": "765.00;1701.00", "size": "62;19", "children": []}, {"name": null, "role": "AXStaticText", "description": null, "role_description": "text", "value": "", "position": "830.00;1701.00", "size": "64;19", "children": []}, {"name": null, "role": "AXTextField", "description": null, "role_description": "text field", "value": "", "position": "897.00;1701.00", "size": "64;19", "children": []}, {"name": null, "role": "AXTextField", "description": null, "role_description": "text field", "value": "6 KB", "position": "964.00;1701.00", "size": "64;19", "children": []}, {"name": null, "role": "AXTextField", "description": null, "role_description": "text field", "value": "Store", "position": "1031.00;1701.00", "size": "64;19", "children": []}]}, {"name": null, "role": "AXRow", "description": null, "role_description": "outline row", "value": null, "position": "158.00;1721.00", "size": "953;21", "children": [{"name": null, "role": "AXGroup", "description": null, "role_description": "group", "value": null, "position": "168.00;1721.00", "size": "208;21", "children": [{"name": null, "role": "AXDisclosureTriangle", "description": null, "role_description": "disclosure triangle", "value": 0, "position": "209.00;1722.00", "size": "13;19", "children": []}, {"name": null, "role": "AXTextField", "description": null, "role_description": "text field", "value": "1214070", "position": "222.00;1722.00", "size": "152;19", "children": []}]}, {"name": null, "role": "AXTextField", "description": null, "role_description": "text field", "value": "2023-12-14 16:10:29", "position": "377.00;1722.00", "size": "115;19", "children": []}, {"name": null, "role": "AXTextField", "description": null, "role_description": "text field", "value": "4 KB", "position": "495.00;1722.00", "size": "64;19", "children": []}, {"name": null, "role": "AXTextField", "description": null, "role_description": "text field", "value": "Folder", "position": "562.00;1722.00", "size": "137;19", "children": []}, {"name": null, "role": "AXTextField", "description": null, "role_description": "text field", "value": "4 KB", "position": "702.00;1722.00", "size": "60;19", "children": []}, {"name": null, "role": "AXTextField", "description": null, "role_description": "text field", "value": "drwxr-xr-x", "position": "765.00;1722.00", "size": "62;19", "children": []}, {"name": null, "role": "AXStaticText", "description": null, "role_description": "text", "value": "", "position": "830.00;1722.00", "size": "64;19", "children": []}, {"name": null, "role": "AXTextField", "description": null, "role_description": "text field", "value": "", "position": "897.00;1722.00", "size": "64;19", "children": []}, {"name": null, "role": "AXTextField", "description": null, "role_description": "text field", "value": "4 KB", "position": "964.00;1722.00", "size": "64;19", "children": []}, {"name": null, "role": "AXTextField", "description": null, "role_description": "text field", "value": "Store", "position": "1031.00;1722.00", "size": "64;19", "children": []}]}, {"name": null, "role": "AXRow", "description": null, "role_description": "outline row", "value": null, "position": "158.00;1742.00", "size": "953;21", "children": [{"name": null, "role": "AXGroup", "description": null, "role_description": "group", "value": null, "position": "168.00;1742.00", "size": "208;21", "children": [{"name": null, "role": "AXDisclosureTriangle", "description": null, "role_description": "disclosure triangle", "value": 0, "position": "209.00;1743.00", "size": "13;19", "children": []}, {"name": null, "role": "AXTextField", "description": null, "role_description": "text field", "value": "1211730", "position": "222.00;1743.00", "size": "152;19", "children": []}]}, {"name": null, "role": "AXTextField", "description": null, "role_description": "text field", "value": "2023-12-14 16:10:29", "position": "377.00;1743.00", "size": "115;19", "children": []}, {"name": null, "role": "AXTextField", "description": null, "role_description": "text field", "value": "6 KB", "position": "495.00;1743.00", "size": "64;19", "children": []}, {"name": null, "role": "AXTextField", "description": null, "role_description": "text field", "value": "Folder", "position": "562.00;1743.00", "size": "137;19", "children": []}, {"name": null, "role": "AXTextField", "description": null, "role_description": "text field", "value": "6 KB", "position": "702.00;1743.00", "size": "60;19", "children": []}, {"name": null, "role": "AXTextField", "description": null, "role_description": "text field", "value": "drwxr-xr-x", "position": "765.00;1743.00", "size": "62;19", "children": []}, {"name": null, "role": "AXStaticText", "description": null, "role_description": "text", "value": "", "position": "830.00;1743.00", "size": "64;19", "children": []}, {"name": null, "role": "AXTextField", "description": null, "role_description": "text field", "value": "", "position": "897.00;1743.00", "size": "64;19", "children": []}, {"name": null, "role": "AXTextField", "description": null, "role_description": "text field", "value": "6 KB", "position": "964.00;1743.00", "size": "64;19", "children": []}, {"name": null, "role": "AXTextField", "description": null, "role_description": "text field", "value": "Store", "position": "1031.00;1743.00", "size": "64;19", "children": []}]}, {"name": null, "role": "AXRow", "description": null, "role_description": "outline row", "value": null, "position": "158.00;1763.00", "size": "953;21", "children": [{"name": null, "role": "AXGroup", "description": null, "role_description": "group", "value": null, "position": "168.00;1763.00", "size": "208;21", "children": [{"name": null, "role": "AXDisclosureTriangle", "description": null, "role_description": "disclosure triangle", "value": 0, "position": "209.00;1764.00", "size": "13;19", "children": []}, {"name": null, "role": "AXTextField", "description": null, "role_description": "text field", "value": "1212989", "position": "222.00;1764.00", "size": "152;19", "children": []}]}, {"name": null, "role": "AXTextField", "description": null, "role_description": "text field", "value": "2023-12-14 16:10:28", "position": "377.00;1764.00", "size": "115;19", "children": []}, {"name": null, "role": "AXTextField", "description": null, "role_description": "text field", "value": "5 KB", "position": "495.00;1764.00", "size": "64;19", "children": []}, {"name": null, "role": "AXTextField", "description": null, "role_description": "text field", "value": "Folder", "position": "562.00;1764.00", "size": "137;19", "children": []}, {"name": null, "role": "AXTextField", "description": null, "role_description": "text field", "value": "5 KB", "position": "702.00;1764.00", "size": "60;19", "children": []}, {"name": null, "role": "AXTextField", "description": null, "role_description": "text field", "value": "drwxr-xr-x", "position": "765.00;1764.00", "size": "62;19", "children": []}, {"name": null, "role": "AXStaticText", "description": null, "role_description": "text", "value": "", "position": "830.00;1764.00", "size": "64;19", "children": []}, {"name": null, "role": "AXTextField", "description": null, "role_description": "text field", "value": "", "position": "897.00;1764.00", "size": "64;19", "children": []}, {"name": null, "role": "AXTextField", "description": null, "role_description": "text field", "value": "5 KB", "position": "964.00;1764.00", "size": "64;19", "children": []}, {"name": null, "role": "AXTextField", "description": null, "role_description": "text field", "value": "Store", "position": "1031.00;1764.00", "size": "64;19", "children": []}]}, {"name": null, "role": "AXRow", "description": null, "role_description": "outline row", "value": null, "position": "158.00;1784.00", "size": "953;21", "children": [{"name": null, "role": "AXGroup", "description": null, "role_description": "group", "value": null, "position": "168.00;1784.00", "size": "208;21", "children": [{"name": null, "role": "AXDisclosureTriangle", "description": null, "role_description": "disclosure triangle", "value": 0, "position": "209.00;1785.00", "size": "13;19", "children": []}, {"name": null, "role": "AXTextField", "description": null, "role_description": "text field", "value": "1213067", "position": "222.00;1785.00", "size": "152;19", "children": []}]}, {"name": null, "role": "AXTextField", "description": null, "role_description": "text field", "value": "2023-12-14 16:10:27", "position": "377.00;1785.00", "size": "115;19", "children": []}, {"name": null, "role": "AXTextField", "description": null, "role_description": "text field", "value": "8 KB", "position": "495.00;1785.00", "size": "64;19", "children": []}, {"name": null, "role": "AXTextField", "description": null, "role_description": "text field", "value": "Folder", "position": "562.00;1785.00", "size": "137;19", "children": []}, {"name": null, "role": "AXTextField", "description": null, "role_description": "text field", "value": "8 KB", "position": "702.00;1785.00", "size": "60;19", "children": []}, {"name": null, "role": "AXTextField", "description": null, "role_description": "text field", "value": "drwxr-xr-x", "position": "765.00;1785.00", "size": "62;19", "children": []}, {"name": null, "role": "AXStaticText", "description": null, "role_description": "text", "value": "", "position": "830.00;1785.00", "size": "64;19", "children": []}, {"name": null, "role": "AXTextField", "description": null, "role_description": "text field", "value": "", "position": "897.00;1785.00", "size": "64;19", "children": []}, {"name": null, "role": "AXTextField", "description": null, "role_description": "text field", "value": "8 KB", "position": "964.00;1785.00", "size": "64;19", "children": []}, {"name": null, "role": "AXTextField", "description": null, "role_description": "text field", "value": "Store", "position": "1031.00;1785.00", "size": "64;19", "children": []}]}, {"name": null, "role": "AXRow", "description": null, "role_description": "outline row", "value": null, "position": "158.00;1805.00", "size": "953;21", "children": [{"name": null, "role": "AXGroup", "description": null, "role_description": "group", "value": null, "position": "168.00;1805.00", "size": "208;21", "children": [{"name": null, "role": "AXDisclosureTriangle", "description": null, "role_description": "disclosure triangle", "value": 0, "position": "209.00;1806.00", "size": "13;19", "children": []}, {"name": null, "role": "AXTextField", "description": null, "role_description": "text field", "value": "1211354", "position": "222.00;1806.00", "size": "152;19", "children": []}]}, {"name": null, "role": "AXTextField", "description": null, "role_description": "text field", "value": "2023-12-14 16:10:28", "position": "377.00;1806.00", "size": "115;19", "children": []}, {"name": null, "role": "AXTextField", "description": null, "role_description": "text field", "value": "5 KB", "position": "495.00;1806.00", "size": "64;19", "children": []}, {"name": null, "role": "AXTextField", "description": null, "role_description": "text field", "value": "Folder", "position": "562.00;1806.00", "size": "137;19", "children": []}, {"name": null, "role": "AXTextField", "description": null, "role_description": "text field", "value": "5 KB", "position": "702.00;1806.00", "size": "60;19", "children": []}, {"name": null, "role": "AXTextField", "description": null, "role_description": "text field", "value": "drwxr-xr-x", "position": "765.00;1806.00", "size": "62;19", "children": []}, {"name": null, "role": "AXStaticText", "description": null, "role_description": "text", "value": "", "position": "830.00;1806.00", "size": "64;19", "children": []}, {"name": null, "role": "AXTextField", "description": null, "role_description": "text field", "value": "", "position": "897.00;1806.00", "size": "64;19", "children": []}, {"name": null, "role": "AXTextField", "description": null, "role_description": "text field", "value": "5 KB", "position": "964.00;1806.00", "size": "64;19", "children": []}, {"name": null, "role": "AXTextField", "description": null, "role_description": "text field", "value": "Store", "position": "1031.00;1806.00", "size": "64;19", "children": []}]}, {"name": null, "role": "AXRow", "description": null, "role_description": "outline row", "value": null, "position": "158.00;1826.00", "size": "953;21", "children": [{"name": null, "role": "AXGroup", "description": null, "role_description": "group", "value": null, "position": "168.00;1826.00", "size": "208;21", "children": [{"name": null, "role": "AXDisclosureTriangle", "description": null, "role_description": "disclosure triangle", "value": 0, "position": "209.00;1827.00", "size": "13;19", "children": []}, {"name": null, "role": "AXTextField", "description": null, "role_description": "text field", "value": "1210286", "position": "222.00;1827.00", "size": "152;19", "children": []}]}, {"name": null, "role": "AXTextField", "description": null, "role_description": "text field", "value": "2023-12-14 16:10:30", "position": "377.00;1827.00", "size": "115;19", "children": []}, {"name": null, "role": "AXTextField", "description": null, "role_description": "text field", "value": "5 KB", "position": "495.00;1827.00", "size": "64;19", "children": []}, {"name": null, "role": "AXTextField", "description": null, "role_description": "text field", "value": "Folder", "position": "562.00;1827.00", "size": "137;19", "children": []}, {"name": null, "role": "AXTextField", "description": null, "role_description": "text field", "value": "5 KB", "position": "702.00;1827.00", "size": "60;19", "children": []}, {"name": null, "role": "AXTextField", "description": null, "role_description": "text field", "value": "drwxr-xr-x", "position": "765.00;1827.00", "size": "62;19", "children": []}, {"name": null, "role": "AXStaticText", "description": null, "role_description": "text", "value": "", "position": "830.00;1827.00", "size": "64;19", "children": []}, {"name": null, "role": "AXTextField", "description": null, "role_description": "text field", "value": "", "position": "897.00;1827.00", "size": "64;19", "children": []}, {"name": null, "role": "AXTextField", "description": null, "role_description": "text field", "value": "5 KB", "position": "964.00;1827.00", "size": "64;19", "children": []}, {"name": null, "role": "AXTextField", "description": null, "role_description": "text field", "value": "Store", "position": "1031.00;1827.00", "size": "64;19", "children": []}]}, {"name": null, "role": "AXRow", "description": null, "role_description": "outline row", "value": null, "position": "158.00;1847.00", "size": "953;21", "children": [{"name": null, "role": "AXGroup", "description": null, "role_description": "group", "value": null, "position": "168.00;1847.00", "size": "208;21", "children": [{"name": null, "role": "AXDisclosureTriangle", "description": null, "role_description": "disclosure triangle", "value": 0, "position": "209.00;1848.00", "size": "13;19", "children": []}, {"name": null, "role": "AXTextField", "description": null, "role_description": "text field", "value": "1214626", "position": "222.00;1848.00", "size": "152;19", "children": []}]}, {"name": null, "role": "AXTextField", "description": null, "role_description": "text field", "value": "2023-12-14 16:10:30", "position": "377.00;1848.00", "size": "115;19", "children": []}, {"name": null, "role": "AXTextField", "description": null, "role_description": "text field", "value": "6 KB", "position": "495.00;1848.00", "size": "64;19", "children": []}, {"name": null, "role": "AXTextField", "description": null, "role_description": "text field", "value": "Folder", "position": "562.00;1848.00", "size": "137;19", "children": []}, {"name": null, "role": "AXTextField", "description": null, "role_description": "text field", "value": "6 KB", "position": "702.00;1848.00", "size": "60;19", "children": []}, {"name": null, "role": "AXTextField", "description": null, "role_description": "text field", "value": "drwxr-xr-x", "position": "765.00;1848.00", "size": "62;19", "children": []}, {"name": null, "role": "AXStaticText", "description": null, "role_description": "text", "value": "", "position": "830.00;1848.00", "size": "64;19", "children": []}, {"name": null, "role": "AXTextField", "description": null, "role_description": "text field", "value": "", "position": "897.00;1848.00", "size": "64;19", "children": []}, {"name": null, "role": "AXTextField", "description": null, "role_description": "text field", "value": "6 KB", "position": "964.00;1848.00", "size": "64;19", "children": []}, {"name": null, "role": "AXTextField", "description": null, "role_description": "text field", "value": "Store", "position": "1031.00;1848.00", "size": "64;19", "children": []}]}, {"name": null, "role": "AXRow", "description": null, "role_description": "outline row", "value": null, "position": "158.00;1868.00", "size": "953;21", "children": [{"name": null, "role": "AXGroup", "description": null, "role_description": "group", "value": null, "position": "168.00;1868.00", "size": "208;21", "children": [{"name": null, "role": "AXDisclosureTriangle", "description": null, "role_description": "disclosure triangle", "value": 0, "position": "209.00;1869.00", "size": "13;19", "children": []}, {"name": null, "role": "AXTextField", "description": null, "role_description": "text field", "value": "1219905", "position": "222.00;1869.00", "size": "152;19", "children": []}]}, {"name": null, "role": "AXTextField", "description": null, "role_description": "text field", "value": "2023-12-14 16:10:29", "position": "377.00;1869.00", "size": "115;19", "children": []}, {"name": null, "role": "AXTextField", "description": null, "role_description": "text field", "value": "7 KB", "position": "495.00;1869.00", "size": "64;19", "children": []}, {"name": null, "role": "AXTextField", "description": null, "role_description": "text field", "value": "Folder", "position": "562.00;1869.00", "size": "137;19", "children": []}, {"name": null, "role": "AXTextField", "description": null, "role_description": "text field", "value": "6 KB", "position": "702.00;1869.00", "size": "60;19", "children": []}, {"name": null, "role": "AXTextField", "description": null, "role_description": "text field", "value": "drwxr-xr-x", "position": "765.00;1869.00", "size": "62;19", "children": []}, {"name": null, "role": "AXStaticText", "description": null, "role_description": "text", "value": "", "position": "830.00;1869.00", "size": "64;19", "children": []}, {"name": null, "role": "AXTextField", "description": null, "role_description": "text field", "value": "", "position": "897.00;1869.00", "size": "64;19", "children": []}, {"name": null, "role": "AXTextField", "description": null, "role_description": "text field", "value": "7 KB", "position": "964.00;1869.00", "size": "64;19", "children": []}, {"name": null, "role": "AXTextField", "description": null, "role_description": "text field", "value": "Store", "position": "1031.00;1869.00", "size": "64;19", "children": []}]}, {"name": null, "role": "AXRow", "description": null, "role_description": "outline row", "value": null, "position": "158.00;1889.00", "size": "953;21", "children": [{"name": null, "role": "AXGroup", "description": null, "role_description": "group", "value": null, "position": "168.00;1889.00", "size": "208;21", "children": [{"name": null, "role": "AXDisclosureTriangle", "description": null, "role_description": "disclosure triangle", "value": 0, "position": "209.00;1890.00", "size": "13;19", "children": []}, {"name": null, "role": "AXTextField", "description": null, "role_description": "text field", "value": "1219139", "position": "222.00;1890.00", "size": "152;19", "children": []}]}, {"name": null, "role": "AXTextField", "description": null, "role_description": "text field", "value": "2023-12-14 16:10:30", "position": "377.00;1890.00", "size": "115;19", "children": []}, {"name": null, "role": "AXTextField", "description": null, "role_description": "text field", "value": "10 KB", "position": "495.00;1890.00", "size": "64;19", "children": []}, {"name": null, "role": "AXTextField", "description": null, "role_description": "text field", "value": "Folder", "position": "562.00;1890.00", "size": "137;19", "children": []}, {"name": null, "role": "AXTextField", "description": null, "role_description": "text field", "value": "9 KB", "position": "702.00;1890.00", "size": "60;19", "children": []}, {"name": null, "role": "AXTextField", "description": null, "role_description": "text field", "value": "drwxr-xr-x", "position": "765.00;1890.00", "size": "62;19", "children": []}, {"name": null, "role": "AXStaticText", "description": null, "role_description": "text", "value": "", "position": "830.00;1890.00", "size": "64;19", "children": []}, {"name": null, "role": "AXTextField", "description": null, "role_description": "text field", "value": "", "position": "897.00;1890.00", "size": "64;19", "children": []}, {"name": null, "role": "AXTextField", "description": null, "role_description": "text field", "value": "10 KB", "position": "964.00;1890.00", "size": "64;19", "children": []}, {"name": null, "role": "AXTextField", "description": null, "role_description": "text field", "value": "Store", "position": "1031.00;1890.00", "size": "64;19", "children": []}]}, {"name": null, "role": "AXRow", "description": null, "role_description": "outline row", "value": null, "position": "158.00;1910.00", "size": "953;21", "children": [{"name": null, "role": "AXGroup", "description": null, "role_description": "group", "value": null, "position": "168.00;1910.00", "size": "208;21", "children": [{"name": null, "role": "AXDisclosureTriangle", "description": null, "role_description": "disclosure triangle", "value": 0, "position": "209.00;1911.00", "size": "13;19", "children": []}, {"name": null, "role": "AXTextField", "description": null, "role_description": "text field", "value": "1217291", "position": "222.00;1911.00", "size": "152;19", "children": []}]}, {"name": null, "role": "AXTextField", "description": null, "role_description": "text field", "value": "2023-12-14 16:10:30", "position": "377.00;1911.00", "size": "115;19", "children": []}, {"name": null, "role": "AXTextField", "description": null, "role_description": "text field", "value": "5 KB", "position": "495.00;1911.00", "size": "64;19", "children": []}, {"name": null, "role": "AXTextField", "description": null, "role_description": "text field", "value": "Folder", "position": "562.00;1911.00", "size": "137;19", "children": []}, {"name": null, "role": "AXTextField", "description": null, "role_description": "text field", "value": "4 KB", "position": "702.00;1911.00", "size": "60;19", "children": []}, {"name": null, "role": "AXTextField", "description": null, "role_description": "text field", "value": "drwxr-xr-x", "position": "765.00;1911.00", "size": "62;19", "children": []}, {"name": null, "role": "AXStaticText", "description": null, "role_description": "text", "value": "", "position": "830.00;1911.00", "size": "64;19", "children": []}, {"name": null, "role": "AXTextField", "description": null, "role_description": "text field", "value": "", "position": "897.00;1911.00", "size": "64;19", "children": []}, {"name": null, "role": "AXTextField", "description": null, "role_description": "text field", "value": "5 KB", "position": "964.00;1911.00", "size": "64;19", "children": []}, {"name": null, "role": "AXTextField", "description": null, "role_description": "text field", "value": "Store", "position": "1031.00;1911.00", "size": "64;19", "children": []}]}, {"name": null, "role": "AXRow", "description": null, "role_description": "outline row", "value": null, "position": "158.00;1931.00", "size": "953;21", "children": [{"name": null, "role": "AXGroup", "description": null, "role_description": "group", "value": null, "position": "168.00;1931.00", "size": "208;21", "children": [{"name": null, "role": "AXDisclosureTriangle", "description": null, "role_description": "disclosure triangle", "value": 0, "position": "209.00;1932.00", "size": "13;19", "children": []}, {"name": null, "role": "AXTextField", "description": null, "role_description": "text field", "value": "1216343", "position": "222.00;1932.00", "size": "152;19", "children": []}]}, {"name": null, "role": "AXTextField", "description": null, "role_description": "text field", "value": "2023-12-14 16:10:32", "position": "377.00;1932.00", "size": "115;19", "children": []}, {"name": null, "role": "AXTextField", "description": null, "role_description": "text field", "value": "6 KB", "position": "495.00;1932.00", "size": "64;19", "children": []}, {"name": null, "role": "AXTextField", "description": null, "role_description": "text field", "value": "Folder", "position": "562.00;1932.00", "size": "137;19", "children": []}, {"name": null, "role": "AXTextField", "description": null, "role_description": "text field", "value": "6 KB", "position": "702.00;1932.00", "size": "60;19", "children": []}, {"name": null, "role": "AXTextField", "description": null, "role_description": "text field", "value": "drwxr-xr-x", "position": "765.00;1932.00", "size": "62;19", "children": []}, {"name": null, "role": "AXStaticText", "description": null, "role_description": "text", "value": "", "position": "830.00;1932.00", "size": "64;19", "children": []}, {"name": null, "role": "AXTextField", "description": null, "role_description": "text field", "value": "", "position": "897.00;1932.00", "size": "64;19", "children": []}, {"name": null, "role": "AXTextField", "description": null, "role_description": "text field", "value": "6 KB", "position": "964.00;1932.00", "size": "64;19", "children": []}, {"name": null, "role": "AXTextField", "description": null, "role_description": "text field", "value": "Store", "position": "1031.00;1932.00", "size": "64;19", "children": []}]}, {"name": null, "role": "AXRow", "description": null, "role_description": "outline row", "value": null, "position": "158.00;1952.00", "size": "953;21", "children": [{"name": null, "role": "AXGroup", "description": null, "role_description": "group", "value": null, "position": "168.00;1952.00", "size": "208;21", "children": [{"name": null, "role": "AXDisclosureTriangle", "description": null, "role_description": "disclosure triangle", "value": 0, "position": "209.00;1953.00", "size": "13;19", "children": []}, {"name": null, "role": "AXTextField", "description": null, "role_description": "text field", "value": "1213631", "position": "222.00;1953.00", "size": "152;19", "children": []}]}, {"name": null, "role": "AXTextField", "description": null, "role_description": "text field", "value": "2023-12-14 16:10:30", "position": "377.00;1953.00", "size": "115;19", "children": []}, {"name": null, "role": "AXTextField", "description": null, "role_description": "text field", "value": "5 KB", "position": "495.00;1953.00", "size": "64;19", "children": []}, {"name": null, "role": "AXTextField", "description": null, "role_description": "text field", "value": "Folder", "position": "562.00;1953.00", "size": "137;19", "children": []}, {"name": null, "role": "AXTextField", "description": null, "role_description": "text field", "value": "5 KB", "position": "702.00;1953.00", "size": "60;19", "children": []}, {"name": null, "role": "AXTextField", "description": null, "role_description": "text field", "value": "drwxr-xr-x", "position": "765.00;1953.00", "size": "62;19", "children": []}, {"name": null, "role": "AXStaticText", "description": null, "role_description": "text", "value": "", "position": "830.00;1953.00", "size": "64;19", "children": []}, {"name": null, "role": "AXTextField", "description": null, "role_description": "text field", "value": "", "position": "897.00;1953.00", "size": "64;19", "children": []}, {"name": null, "role": "AXTextField", "description": null, "role_description": "text field", "value": "5 KB", "position": "964.00;1953.00", "size": "64;19", "children": []}, {"name": null, "role": "AXTextField", "description": null, "role_description": "text field", "value": "Store", "position": "1031.00;1953.00", "size": "64;19", "children": []}]}, {"name": null, "role": "AXRow", "description": null, "role_description": "outline row", "value": null, "position": "158.00;1973.00", "size": "953;21", "children": [{"name": null, "role": "AXGroup", "description": null, "role_description": "group", "value": null, "position": "168.00;1973.00", "size": "208;21", "children": [{"name": null, "role": "AXDisclosureTriangle", "description": null, "role_description": "disclosure triangle", "value": 0, "position": "209.00;1974.00", "size": "13;19", "children": []}, {"name": null, "role": "AXTextField", "description": null, "role_description": "text field", "value": "1211166", "position": "222.00;1974.00", "size": "152;19", "children": []}]}, {"name": null, "role": "AXTextField", "description": null, "role_description": "text field", "value": "2023-12-14 16:10:26", "position": "377.00;1974.00", "size": "115;19", "children": []}, {"name": null, "role": "AXTextField", "description": null, "role_description": "text field", "value": "5 KB", "position": "495.00;1974.00", "size": "64;19", "children": []}, {"name": null, "role": "AXTextField", "description": null, "role_description": "text field", "value": "Folder", "position": "562.00;1974.00", "size": "137;19", "children": []}, {"name": null, "role": "AXTextField", "description": null, "role_description": "text field", "value": "5 KB", "position": "702.00;1974.00", "size": "60;19", "children": []}, {"name": null, "role": "AXTextField", "description": null, "role_description": "text field", "value": "drwxr-xr-x", "position": "765.00;1974.00", "size": "62;19", "children": []}, {"name": null, "role": "AXStaticText", "description": null, "role_description": "text", "value": "", "position": "830.00;1974.00", "size": "64;19", "children": []}, {"name": null, "role": "AXTextField", "description": null, "role_description": "text field", "value": "", "position": "897.00;1974.00", "size": "64;19", "children": []}, {"name": null, "role": "AXTextField", "description": null, "role_description": "text field", "value": "5 KB", "position": "964.00;1974.00", "size": "64;19", "children": []}, {"name": null, "role": "AXTextField", "description": null, "role_description": "text field", "value": "Store", "position": "1031.00;1974.00", "size": "64;19", "children": []}]}, {"name": null, "role": "AXRow", "description": null, "role_description": "outline row", "value": null, "position": "158.00;1994.00", "size": "953;21", "children": [{"name": null, "role": "AXGroup", "description": null, "role_description": "group", "value": null, "position": "168.00;1994.00", "size": "208;21", "children": [{"name": null, "role": "AXDisclosureTriangle", "description": null, "role_description": "disclosure triangle", "value": 0, "position": "209.00;1995.00", "size": "13;19", "children": []}, {"name": null, "role": "AXTextField", "description": null, "role_description": "text field", "value": "1210888", "position": "222.00;1995.00", "size": "152;19", "children": []}]}, {"name": null, "role": "AXTextField", "description": null, "role_description": "text field", "value": "2023-12-14 16:10:27", "position": "377.00;1995.00", "size": "115;19", "children": []}, {"name": null, "role": "AXTextField", "description": null, "role_description": "text field", "value": "5 KB", "position": "495.00;1995.00", "size": "64;19", "children": []}, {"name": null, "role": "AXTextField", "description": null, "role_description": "text field", "value": "Folder", "position": "562.00;1995.00", "size": "137;19", "children": []}, {"name": null, "role": "AXTextField", "description": null, "role_description": "text field", "value": "5 KB", "position": "702.00;1995.00", "size": "60;19", "children": []}, {"name": null, "role": "AXTextField", "description": null, "role_description": "text field", "value": "drwxr-xr-x", "position": "765.00;1995.00", "size": "62;19", "children": []}, {"name": null, "role": "AXStaticText", "description": null, "role_description": "text", "value": "", "position": "830.00;1995.00", "size": "64;19", "children": []}, {"name": null, "role": "AXTextField", "description": null, "role_description": "text field", "value": "", "position": "897.00;1995.00", "size": "64;19", "children": []}, {"name": null, "role": "AXTextField", "description": null, "role_description": "text field", "value": "5 KB", "position": "964.00;1995.00", "size": "64;19", "children": []}, {"name": null, "role": "AXTextField", "description": null, "role_description": "text field", "value": "Store", "position": "1031.00;1995.00", "size": "64;19", "children": []}]}, {"name": null, "role": "AXRow", "description": null, "role_description": "outline row", "value": null, "position": "158.00;2015.00", "size": "953;21", "children": [{"name": null, "role": "AXGroup", "description": null, "role_description": "group", "value": null, "position": "168.00;2015.00", "size": "208;21", "children": [{"name": null, "role": "AXDisclosureTriangle", "description": null, "role_description": "disclosure triangle", "value": 0, "position": "209.00;2016.00", "size": "13;19", "children": []}, {"name": null, "role": "AXTextField", "description": null, "role_description": "text field", "value": "1212942", "position": "222.00;2016.00", "size": "152;19", "children": []}]}, {"name": null, "role": "AXTextField", "description": null, "role_description": "text field", "value": "2023-12-14 16:10:31", "position": "377.00;2016.00", "size": "115;19", "children": []}, {"name": null, "role": "AXTextField", "description": null, "role_description": "text field", "value": "3 KB", "position": "495.00;2016.00", "size": "64;19", "children": []}, {"name": null, "role": "AXTextField", "description": null, "role_description": "text field", "value": "Folder", "position": "562.00;2016.00", "size": "137;19", "children": []}, {"name": null, "role": "AXTextField", "description": null, "role_description": "text field", "value": "3 KB", "position": "702.00;2016.00", "size": "60;19", "children": []}, {"name": null, "role": "AXTextField", "description": null, "role_description": "text field", "value": "drwxr-xr-x", "position": "765.00;2016.00", "size": "62;19", "children": []}, {"name": null, "role": "AXStaticText", "description": null, "role_description": "text", "value": "", "position": "830.00;2016.00", "size": "64;19", "children": []}, {"name": null, "role": "AXTextField", "description": null, "role_description": "text field", "value": "", "position": "897.00;2016.00", "size": "64;19", "children": []}, {"name": null, "role": "AXTextField", "description": null, "role_description": "text field", "value": "3 KB", "position": "964.00;2016.00", "size": "64;19", "children": []}, {"name": null, "role": "AXTextField", "description": null, "role_description": "text field", "value": "Store", "position": "1031.00;2016.00", "size": "64;19", "children": []}]}, {"name": null, "role": "AXRow", "description": null, "role_description": "outline row", "value": null, "position": "158.00;2036.00", "size": "953;21", "children": [{"name": null, "role": "AXGroup", "description": null, "role_description": "group", "value": null, "position": "168.00;2036.00", "size": "208;21", "children": [{"name": null, "role": "AXDisclosureTriangle", "description": null, "role_description": "disclosure triangle", "value": 0, "position": "209.00;2037.00", "size": "13;19", "children": []}, {"name": null, "role": "AXTextField", "description": null, "role_description": "text field", "value": "1219596", "position": "222.00;2037.00", "size": "152;19", "children": []}]}, {"name": null, "role": "AXTextField", "description": null, "role_description": "text field", "value": "2023-12-14 16:10:32", "position": "377.00;2037.00", "size": "115;19", "children": []}, {"name": null, "role": "AXTextField", "description": null, "role_description": "text field", "value": "6 KB", "position": "495.00;2037.00", "size": "64;19", "children": []}, {"name": null, "role": "AXTextField", "description": null, "role_description": "text field", "value": "Folder", "position": "562.00;2037.00", "size": "137;19", "children": []}, {"name": null, "role": "AXTextField", "description": null, "role_description": "text field", "value": "6 KB", "position": "702.00;2037.00", "size": "60;19", "children": []}, {"name": null, "role": "AXTextField", "description": null, "role_description": "text field", "value": "drwxr-xr-x", "position": "765.00;2037.00", "size": "62;19", "children": []}, {"name": null, "role": "AXStaticText", "description": null, "role_description": "text", "value": "", "position": "830.00;2037.00", "size": "64;19", "children": []}, {"name": null, "role": "AXTextField", "description": null, "role_description": "text field", "value": "", "position": "897.00;2037.00", "size": "64;19", "children": []}, {"name": null, "role": "AXTextField", "description": null, "role_description": "text field", "value": "6 KB", "position": "964.00;2037.00", "size": "64;19", "children": []}, {"name": null, "role": "AXTextField", "description": null, "role_description": "text field", "value": "Store", "position": "1031.00;2037.00", "size": "64;19", "children": []}]}, {"name": null, "role": "AXRow", "description": null, "role_description": "outline row", "value": null, "position": "158.00;2057.00", "size": "953;21", "children": [{"name": null, "role": "AXGroup", "description": null, "role_description": "group", "value": null, "position": "168.00;2057.00", "size": "208;21", "children": [{"name": null, "role": "AXDisclosureTriangle", "description": null, "role_description": "disclosure triangle", "value": 0, "position": "209.00;2058.00", "size": "13;19", "children": []}, {"name": null, "role": "AXTextField", "description": null, "role_description": "text field", "value": "1218444", "position": "222.00;2058.00", "size": "152;19", "children": []}]}, {"name": null, "role": "AXTextField", "description": null, "role_description": "text field", "value": "2023-12-14 16:10:32", "position": "377.00;2058.00", "size": "115;19", "children": []}, {"name": null, "role": "AXTextField", "description": null, "role_description": "text field", "value": "3 KB", "position": "495.00;2058.00", "size": "64;19", "children": []}, {"name": null, "role": "AXTextField", "description": null, "role_description": "text field", "value": "Folder", "position": "562.00;2058.00", "size": "137;19", "children": []}, {"name": null, "role": "AXTextField", "description": null, "role_description": "text field", "value": "3 KB", "position": "702.00;2058.00", "size": "60;19", "children": []}, {"name": null, "role": "AXTextField", "description": null, "role_description": "text field", "value": "drwxr-xr-x", "position": "765.00;2058.00", "size": "62;19", "children": []}, {"name": null, "role": "AXStaticText", "description": null, "role_description": "text", "value": "", "position": "830.00;2058.00", "size": "64;19", "children": []}, {"name": null, "role": "AXTextField", "description": null, "role_description": "text field", "value": "", "position": "897.00;2058.00", "size": "64;19", "children": []}, {"name": null, "role": "AXTextField", "description": null, "role_description": "text field", "value": "3 KB", "position": "964.00;2058.00", "size": "64;19", "children": []}, {"name": null, "role": "AXTextField", "description": null, "role_description": "text field", "value": "Store", "position": "1031.00;2058.00", "size": "64;19", "children": []}]}, {"name": null, "role": "AXRow", "description": null, "role_description": "outline row", "value": null, "position": "158.00;2078.00", "size": "953;21", "children": [{"name": null, "role": "AXGroup", "description": null, "role_description": "group", "value": null, "position": "168.00;2078.00", "size": "208;21", "children": [{"name": null, "role": "AXDisclosureTriangle", "description": null, "role_description": "disclosure triangle", "value": 0, "position": "209.00;2079.00", "size": "13;19", "children": []}, {"name": null, "role": "AXTextField", "description": null, "role_description": "text field", "value": "1210629", "position": "222.00;2079.00", "size": "152;19", "children": []}]}, {"name": null, "role": "AXTextField", "description": null, "role_description": "text field", "value": "2023-12-14 16:10:29", "position": "377.00;2079.00", "size": "115;19", "children": []}, {"name": null, "role": "AXTextField", "description": null, "role_description": "text field", "value": "5 KB", "position": "495.00;2079.00", "size": "64;19", "children": []}, {"name": null, "role": "AXTextField", "description": null, "role_description": "text field", "value": "Folder", "position": "562.00;2079.00", "size": "137;19", "children": []}, {"name": null, "role": "AXTextField", "description": null, "role_description": "text field", "value": "5 KB", "position": "702.00;2079.00", "size": "60;19", "children": []}, {"name": null, "role": "AXTextField", "description": null, "role_description": "text field", "value": "drwxr-xr-x", "position": "765.00;2079.00", "size": "62;19", "children": []}, {"name": null, "role": "AXStaticText", "description": null, "role_description": "text", "value": "", "position": "830.00;2079.00", "size": "64;19", "children": []}, {"name": null, "role": "AXTextField", "description": null, "role_description": "text field", "value": "", "position": "897.00;2079.00", "size": "64;19", "children": []}, {"name": null, "role": "AXTextField", "description": null, "role_description": "text field", "value": "5 KB", "position": "964.00;2079.00", "size": "64;19", "children": []}, {"name": null, "role": "AXTextField", "description": null, "role_description": "text field", "value": "Store", "position": "1031.00;2079.00", "size": "64;19", "children": []}]}, {"name": null, "role": "AXRow", "description": null, "role_description": "outline row", "value": null, "position": "158.00;2099.00", "size": "953;21", "children": [{"name": null, "role": "AXGroup", "description": null, "role_description": "group", "value": null, "position": "168.00;2099.00", "size": "208;21", "children": [{"name": null, "role": "AXDisclosureTriangle", "description": null, "role_description": "disclosure triangle", "value": 0, "position": "209.00;2100.00", "size": "13;19", "children": []}, {"name": null, "role": "AXTextField", "description": null, "role_description": "text field", "value": "1214289", "position": "222.00;2100.00", "size": "152;19", "children": []}]}, {"name": null, "role": "AXTextField", "description": null, "role_description": "text field", "value": "2023-12-14 16:10:32", "position": "377.00;2100.00", "size": "115;19", "children": []}, {"name": null, "role": "AXTextField", "description": null, "role_description": "text field", "value": "3 KB", "position": "495.00;2100.00", "size": "64;19", "children": []}, {"name": null, "role": "AXTextField", "description": null, "role_description": "text field", "value": "Folder", "position": "562.00;2100.00", "size": "137;19", "children": []}, {"name": null, "role": "AXTextField", "description": null, "role_description": "text field", "value": "3 KB", "position": "702.00;2100.00", "size": "60;19", "children": []}, {"name": null, "role": "AXTextField", "description": null, "role_description": "text field", "value": "drwxr-xr-x", "position": "765.00;2100.00", "size": "62;19", "children": []}, {"name": null, "role": "AXStaticText", "description": null, "role_description": "text", "value": "", "position": "830.00;2100.00", "size": "64;19", "children": []}, {"name": null, "role": "AXTextField", "description": null, "role_description": "text field", "value": "", "position": "897.00;2100.00", "size": "64;19", "children": []}, {"name": null, "role": "AXTextField", "description": null, "role_description": "text field", "value": "3 KB", "position": "964.00;2100.00", "size": "64;19", "children": []}, {"name": null, "role": "AXTextField", "description": null, "role_description": "text field", "value": "Store", "position": "1031.00;2100.00", "size": "64;19", "children": []}]}, {"name": null, "role": "AXRow", "description": null, "role_description": "outline row", "value": null, "position": "158.00;2120.00", "size": "953;21", "children": [{"name": null, "role": "AXGroup", "description": null, "role_description": "group", "value": null, "position": "168.00;2120.00", "size": "208;21", "children": [{"name": null, "role": "AXDisclosureTriangle", "description": null, "role_description": "disclosure triangle", "value": 0, "position": "209.00;2121.00", "size": "13;19", "children": []}, {"name": null, "role": "AXTextField", "description": null, "role_description": "text field", "value": "1215955", "position": "222.00;2121.00", "size": "152;19", "children": []}]}, {"name": null, "role": "AXTextField", "description": null, "role_description": "text field", "value": "2023-12-14 16:10:29", "position": "377.00;2121.00", "size": "115;19", "children": []}, {"name": null, "role": "AXTextField", "description": null, "role_description": "text field", "value": "6 KB", "position": "495.00;2121.00", "size": "64;19", "children": []}, {"name": null, "role": "AXTextField", "description": null, "role_description": "text field", "value": "Folder", "position": "562.00;2121.00", "size": "137;19", "children": []}, {"name": null, "role": "AXTextField", "description": null, "role_description": "text field", "value": "6 KB", "position": "702.00;2121.00", "size": "60;19", "children": []}, {"name": null, "role": "AXTextField", "description": null, "role_description": "text field", "value": "drwxr-xr-x", "position": "765.00;2121.00", "size": "62;19", "children": []}, {"name": null, "role": "AXStaticText", "description": null, "role_description": "text", "value": "", "position": "830.00;2121.00", "size": "64;19", "children": []}, {"name": null, "role": "AXTextField", "description": null, "role_description": "text field", "value": "", "position": "897.00;2121.00", "size": "64;19", "children": []}, {"name": null, "role": "AXTextField", "description": null, "role_description": "text field", "value": "6 KB", "position": "964.00;2121.00", "size": "64;19", "children": []}, {"name": null, "role": "AXTextField", "description": null, "role_description": "text field", "value": "Store", "position": "1031.00;2121.00", "size": "64;19", "children": []}]}, {"name": null, "role": "AXRow", "description": null, "role_description": "outline row", "value": null, "position": "158.00;2141.00", "size": "953;21", "children": [{"name": null, "role": "AXGroup", "description": null, "role_description": "group", "value": null, "position": "168.00;2141.00", "size": "208;21", "children": [{"name": null, "role": "AXDisclosureTriangle", "description": null, "role_description": "disclosure triangle", "value": 0, "position": "209.00;2142.00", "size": "13;19", "children": []}, {"name": null, "role": "AXTextField", "description": null, "role_description": "text field", "value": "1215169", "position": "222.00;2142.00", "size": "152;19", "children": []}]}, {"name": null, "role": "AXTextField", "description": null, "role_description": "text field", "value": "2023-12-14 16:10:32", "position": "377.00;2142.00", "size": "115;19", "children": []}, {"name": null, "role": "AXTextField", "description": null, "role_description": "text field", "value": "7 KB", "position": "495.00;2142.00", "size": "64;19", "children": []}, {"name": null, "role": "AXTextField", "description": null, "role_description": "text field", "value": "Folder", "position": "562.00;2142.00", "size": "137;19", "children": []}, {"name": null, "role": "AXTextField", "description": null, "role_description": "text field", "value": "7 KB", "position": "702.00;2142.00", "size": "60;19", "children": []}, {"name": null, "role": "AXTextField", "description": null, "role_description": "text field", "value": "drwxr-xr-x", "position": "765.00;2142.00", "size": "62;19", "children": []}, {"name": null, "role": "AXStaticText", "description": null, "role_description": "text", "value": "", "position": "830.00;2142.00", "size": "64;19", "children": []}, {"name": null, "role": "AXTextField", "description": null, "role_description": "text field", "value": "", "position": "897.00;2142.00", "size": "64;19", "children": []}, {"name": null, "role": "AXTextField", "description": null, "role_description": "text field", "value": "7 KB", "position": "964.00;2142.00", "size": "64;19", "children": []}, {"name": null, "role": "AXTextField", "description": null, "role_description": "text field", "value": "Store", "position": "1031.00;2142.00", "size": "64;19", "children": []}]}, {"name": null, "role": "AXRow", "description": null, "role_description": "outline row", "value": null, "position": "158.00;2162.00", "size": "953;21", "children": [{"name": null, "role": "AXGroup", "description": null, "role_description": "group", "value": null, "position": "168.00;2162.00", "size": "208;21", "children": [{"name": null, "role": "AXDisclosureTriangle", "description": null, "role_description": "disclosure triangle", "value": 0, "position": "209.00;2163.00", "size": "13;19", "children": []}, {"name": null, "role": "AXTextField", "description": null, "role_description": "text field", "value": "1218676", "position": "222.00;2163.00", "size": "152;19", "children": []}]}, {"name": null, "role": "AXTextField", "description": null, "role_description": "text field", "value": "2023-12-14 16:10:32", "position": "377.00;2163.00", "size": "115;19", "children": []}, {"name": null, "role": "AXTextField", "description": null, "role_description": "text field", "value": "10 KB", "position": "495.00;2163.00", "size": "64;19", "children": []}, {"name": null, "role": "AXTextField", "description": null, "role_description": "text field", "value": "Folder", "position": "562.00;2163.00", "size": "137;19", "children": []}, {"name": null, "role": "AXTextField", "description": null, "role_description": "text field", "value": "10 KB", "position": "702.00;2163.00", "size": "60;19", "children": []}, {"name": null, "role": "AXTextField", "description": null, "role_description": "text field", "value": "drwxr-xr-x", "position": "765.00;2163.00", "size": "62;19", "children": []}, {"name": null, "role": "AXStaticText", "description": null, "role_description": "text", "value": "", "position": "830.00;2163.00", "size": "64;19", "children": []}, {"name": null, "role": "AXTextField", "description": null, "role_description": "text field", "value": "", "position": "897.00;2163.00", "size": "64;19", "children": []}, {"name": null, "role": "AXTextField", "description": null, "role_description": "text field", "value": "10 KB", "position": "964.00;2163.00", "size": "64;19", "children": []}, {"name": null, "role": "AXTextField", "description": null, "role_description": "text field", "value": "Store", "position": "1031.00;2163.00", "size": "64;19", "children": []}]}, {"name": null, "role": "AXRow", "description": null, "role_description": "outline row", "value": null, "position": "158.00;2183.00", "size": "953;21", "children": [{"name": null, "role": "AXGroup", "description": null, "role_description": "group", "value": null, "position": "168.00;2183.00", "size": "208;21", "children": [{"name": null, "role": "AXDisclosureTriangle", "description": null, "role_description": "disclosure triangle", "value": 0, "position": "209.00;2184.00", "size": "13;19", "children": []}, {"name": null, "role": "AXTextField", "description": null, "role_description": "text field", "value": "1211991", "position": "222.00;2184.00", "size": "152;19", "children": []}]}, {"name": null, "role": "AXTextField", "description": null, "role_description": "text field", "value": "2023-12-14 16:10:30", "position": "377.00;2184.00", "size": "115;19", "children": []}, {"name": null, "role": "AXTextField", "description": null, "role_description": "text field", "value": "7 KB", "position": "495.00;2184.00", "size": "64;19", "children": []}, {"name": null, "role": "AXTextField", "description": null, "role_description": "text field", "value": "Folder", "position": "562.00;2184.00", "size": "137;19", "children": []}, {"name": null, "role": "AXTextField", "description": null, "role_description": "text field", "value": "7 KB", "position": "702.00;2184.00", "size": "60;19", "children": []}, {"name": null, "role": "AXTextField", "description": null, "role_description": "text field", "value": "drwxr-xr-x", "position": "765.00;2184.00", "size": "62;19", "children": []}, {"name": null, "role": "AXStaticText", "description": null, "role_description": "text", "value": "", "position": "830.00;2184.00", "size": "64;19", "children": []}, {"name": null, "role": "AXTextField", "description": null, "role_description": "text field", "value": "", "position": "897.00;2184.00", "size": "64;19", "children": []}, {"name": null, "role": "AXTextField", "description": null, "role_description": "text field", "value": "7 KB", "position": "964.00;2184.00", "size": "64;19", "children": []}, {"name": null, "role": "AXTextField", "description": null, "role_description": "text field", "value": "Store", "position": "1031.00;2184.00", "size": "64;19", "children": []}]}, {"name": null, "role": "AXRow", "description": null, "role_description": "outline row", "value": null, "position": "158.00;2204.00", "size": "953;21", "children": [{"name": null, "role": "AXGroup", "description": null, "role_description": "group", "value": null, "position": "168.00;2204.00", "size": "208;21", "children": [{"name": null, "role": "AXDisclosureTriangle", "description": null, "role_description": "disclosure triangle", "value": 0, "position": "209.00;2205.00", "size": "13;19", "children": []}, {"name": null, "role": "AXTextField", "description": null, "role_description": "text field", "value": "1210843", "position": "222.00;2205.00", "size": "152;19", "children": []}]}, {"name": null, "role": "AXTextField", "description": null, "role_description": "text field", "value": "2023-12-14 16:10:31", "position": "377.00;2205.00", "size": "115;19", "children": []}, {"name": null, "role": "AXTextField", "description": null, "role_description": "text field", "value": "5 KB", "position": "495.00;2205.00", "size": "64;19", "children": []}, {"name": null, "role": "AXTextField", "description": null, "role_description": "text field", "value": "Folder", "position": "562.00;2205.00", "size": "137;19", "children": []}, {"name": null, "role": "AXTextField", "description": null, "role_description": "text field", "value": "5 KB", "position": "702.00;2205.00", "size": "60;19", "children": []}, {"name": null, "role": "AXTextField", "description": null, "role_description": "text field", "value": "drwxr-xr-x", "position": "765.00;2205.00", "size": "62;19", "children": []}, {"name": null, "role": "AXStaticText", "description": null, "role_description": "text", "value": "", "position": "830.00;2205.00", "size": "64;19", "children": []}, {"name": null, "role": "AXTextField", "description": null, "role_description": "text field", "value": "", "position": "897.00;2205.00", "size": "64;19", "children": []}, {"name": null, "role": "AXTextField", "description": null, "role_description": "text field", "value": "5 KB", "position": "964.00;2205.00", "size": "64;19", "children": []}, {"name": null, "role": "AXTextField", "description": null, "role_description": "text field", "value": "Store", "position": "1031.00;2205.00", "size": "64;19", "children": []}]}, {"name": null, "role": "AXRow", "description": null, "role_description": "outline row", "value": null, "position": "158.00;2225.00", "size": "953;21", "children": [{"name": null, "role": "AXGroup", "description": null, "role_description": "group", "value": null, "position": "168.00;2225.00", "size": "208;21", "children": [{"name": null, "role": "AXDisclosureTriangle", "description": null, "role_description": "disclosure triangle", "value": 0, "position": "209.00;2226.00", "size": "13;19", "children": []}, {"name": null, "role": "AXTextField", "description": null, "role_description": "text field", "value": "1216388", "position": "222.00;2226.00", "size": "152;19", "children": []}]}, {"name": null, "role": "AXTextField", "description": null, "role_description": "text field", "value": "2023-12-14 16:10:28", "position": "377.00;2226.00", "size": "115;19", "children": []}, {"name": null, "role": "AXTextField", "description": null, "role_description": "text field", "value": "7 KB", "position": "495.00;2226.00", "size": "64;19", "children": []}, {"name": null, "role": "AXTextField", "description": null, "role_description": "text field", "value": "Folder", "position": "562.00;2226.00", "size": "137;19", "children": []}, {"name": null, "role": "AXTextField", "description": null, "role_description": "text field", "value": "7 KB", "position": "702.00;2226.00", "size": "60;19", "children": []}, {"name": null, "role": "AXTextField", "description": null, "role_description": "text field", "value": "drwxr-xr-x", "position": "765.00;2226.00", "size": "62;19", "children": []}, {"name": null, "role": "AXStaticText", "description": null, "role_description": "text", "value": "", "position": "830.00;2226.00", "size": "64;19", "children": []}, {"name": null, "role": "AXTextField", "description": null, "role_description": "text field", "value": "", "position": "897.00;2226.00", "size": "64;19", "children": []}, {"name": null, "role": "AXTextField", "description": null, "role_description": "text field", "value": "7 KB", "position": "964.00;2226.00", "size": "64;19", "children": []}, {"name": null, "role": "AXTextField", "description": null, "role_description": "text field", "value": "Store", "position": "1031.00;2226.00", "size": "64;19", "children": []}]}, {"name": null, "role": "AXRow", "description": null, "role_description": "outline row", "value": null, "position": "158.00;2246.00", "size": "953;21", "children": [{"name": null, "role": "AXGroup", "description": null, "role_description": "group", "value": null, "position": "168.00;2246.00", "size": "208;21", "children": [{"name": null, "role": "AXDisclosureTriangle", "description": null, "role_description": "disclosure triangle", "value": 0, "position": "209.00;2247.00", "size": "13;19", "children": []}, {"name": null, "role": "AXTextField", "description": null, "role_description": "text field", "value": "1218212", "position": "222.00;2247.00", "size": "152;19", "children": []}]}, {"name": null, "role": "AXTextField", "description": null, "role_description": "text field", "value": "2023-12-14 16:10:31", "position": "377.00;2247.00", "size": "115;19", "children": []}, {"name": null, "role": "AXTextField", "description": null, "role_description": "text field", "value": "6 KB", "position": "495.00;2247.00", "size": "64;19", "children": []}, {"name": null, "role": "AXTextField", "description": null, "role_description": "text field", "value": "Folder", "position": "562.00;2247.00", "size": "137;19", "children": []}, {"name": null, "role": "AXTextField", "description": null, "role_description": "text field", "value": "6 KB", "position": "702.00;2247.00", "size": "60;19", "children": []}, {"name": null, "role": "AXTextField", "description": null, "role_description": "text field", "value": "drwxr-xr-x", "position": "765.00;2247.00", "size": "62;19", "children": []}, {"name": null, "role": "AXStaticText", "description": null, "role_description": "text", "value": "", "position": "830.00;2247.00", "size": "64;19", "children": []}, {"name": null, "role": "AXTextField", "description": null, "role_description": "text field", "value": "", "position": "897.00;2247.00", "size": "64;19", "children": []}, {"name": null, "role": "AXTextField", "description": null, "role_description": "text field", "value": "6 KB", "position": "964.00;2247.00", "size": "64;19", "children": []}, {"name": null, "role": "AXTextField", "description": null, "role_description": "text field", "value": "Store", "position": "1031.00;2247.00", "size": "64;19", "children": []}]}, {"name": null, "role": "AXRow", "description": null, "role_description": "outline row", "value": null, "position": "158.00;2267.00", "size": "953;21", "children": [{"name": null, "role": "AXGroup", "description": null, "role_description": "group", "value": null, "position": "168.00;2267.00", "size": "208;21", "children": [{"name": null, "role": "AXDisclosureTriangle", "description": null, "role_description": "disclosure triangle", "value": 0, "position": "209.00;2268.00", "size": "13;19", "children": []}, {"name": null, "role": "AXTextField", "description": null, "role_description": "text field", "value": "1212728", "position": "222.00;2268.00", "size": "152;19", "children": []}]}, {"name": null, "role": "AXTextField", "description": null, "role_description": "text field", "value": "2023-12-14 16:10:29", "position": "377.00;2268.00", "size": "115;19", "children": []}, {"name": null, "role": "AXTextField", "description": null, "role_description": "text field", "value": "5 KB", "position": "495.00;2268.00", "size": "64;19", "children": []}, {"name": null, "role": "AXTextField", "description": null, "role_description": "text field", "value": "Folder", "position": "562.00;2268.00", "size": "137;19", "children": []}, {"name": null, "role": "AXTextField", "description": null, "role_description": "text field", "value": "5 KB", "position": "702.00;2268.00", "size": "60;19", "children": []}, {"name": null, "role": "AXTextField", "description": null, "role_description": "text field", "value": "drwxr-xr-x", "position": "765.00;2268.00", "size": "62;19", "children": []}, {"name": null, "role": "AXStaticText", "description": null, "role_description": "text", "value": "", "position": "830.00;2268.00", "size": "64;19", "children": []}, {"name": null, "role": "AXTextField", "description": null, "role_description": "text field", "value": "", "position": "897.00;2268.00", "size": "64;19", "children": []}, {"name": null, "role": "AXTextField", "description": null, "role_description": "text field", "value": "5 KB", "position": "964.00;2268.00", "size": "64;19", "children": []}, {"name": null, "role": "AXTextField", "description": null, "role_description": "text field", "value": "Store", "position": "1031.00;2268.00", "size": "64;19", "children": []}]}, {"name": null, "role": "AXRow", "description": null, "role_description": "outline row", "value": null, "position": "158.00;2288.00", "size": "953;21", "children": [{"name": null, "role": "AXGroup", "description": null, "role_description": "group", "value": null, "position": "168.00;2288.00", "size": "208;21", "children": [{"name": null, "role": "AXDisclosureTriangle", "description": null, "role_description": "disclosure triangle", "value": 0, "position": "209.00;2289.00", "size": "13;19", "children": []}, {"name": null, "role": "AXTextField", "description": null, "role_description": "text field", "value": "1217068", "position": "222.00;2289.00", "size": "152;19", "children": []}]}, {"name": null, "role": "AXTextField", "description": null, "role_description": "text field", "value": "2023-12-14 16:10:28", "position": "377.00;2289.00", "size": "115;19", "children": []}, {"name": null, "role": "AXTextField", "description": null, "role_description": "text field", "value": "8 KB", "position": "495.00;2289.00", "size": "64;19", "children": []}, {"name": null, "role": "AXTextField", "description": null, "role_description": "text field", "value": "Folder", "position": "562.00;2289.00", "size": "137;19", "children": []}, {"name": null, "role": "AXTextField", "description": null, "role_description": "text field", "value": "7 KB", "position": "702.00;2289.00", "size": "60;19", "children": []}, {"name": null, "role": "AXTextField", "description": null, "role_description": "text field", "value": "drwxr-xr-x", "position": "765.00;2289.00", "size": "62;19", "children": []}, {"name": null, "role": "AXStaticText", "description": null, "role_description": "text", "value": "", "position": "830.00;2289.00", "size": "64;19", "children": []}, {"name": null, "role": "AXTextField", "description": null, "role_description": "text field", "value": "", "position": "897.00;2289.00", "size": "64;19", "children": []}, {"name": null, "role": "AXTextField", "description": null, "role_description": "text field", "value": "8 KB", "position": "964.00;2289.00", "size": "64;19", "children": []}, {"name": null, "role": "AXTextField", "description": null, "role_description": "text field", "value": "Store", "position": "1031.00;2289.00", "size": "64;19", "children": []}]}, {"name": null, "role": "AXRow", "description": null, "role_description": "outline row", "value": null, "position": "158.00;2309.00", "size": "953;21", "children": [{"name": null, "role": "AXGroup", "description": null, "role_description": "group", "value": null, "position": "168.00;2309.00", "size": "208;21", "children": [{"name": null, "role": "AXDisclosureTriangle", "description": null, "role_description": "disclosure triangle", "value": 0, "position": "209.00;2310.00", "size": "13;19", "children": []}, {"name": null, "role": "AXTextField", "description": null, "role_description": "text field", "value": "1217854", "position": "222.00;2310.00", "size": "152;19", "children": []}]}, {"name": null, "role": "AXTextField", "description": null, "role_description": "text field", "value": "2023-12-14 16:10:26", "position": "377.00;2310.00", "size": "115;19", "children": []}, {"name": null, "role": "AXTextField", "description": null, "role_description": "text field", "value": "6 KB", "position": "495.00;2310.00", "size": "64;19", "children": []}, {"name": null, "role": "AXTextField", "description": null, "role_description": "text field", "value": "Folder", "position": "562.00;2310.00", "size": "137;19", "children": []}, {"name": null, "role": "AXTextField", "description": null, "role_description": "text field", "value": "6 KB", "position": "702.00;2310.00", "size": "60;19", "children": []}, {"name": null, "role": "AXTextField", "description": null, "role_description": "text field", "value": "drwxr-xr-x", "position": "765.00;2310.00", "size": "62;19", "children": []}, {"name": null, "role": "AXStaticText", "description": null, "role_description": "text", "value": "", "position": "830.00;2310.00", "size": "64;19", "children": []}, {"name": null, "role": "AXTextField", "description": null, "role_description": "text field", "value": "", "position": "897.00;2310.00", "size": "64;19", "children": []}, {"name": null, "role": "AXTextField", "description": null, "role_description": "text field", "value": "6 KB", "position": "964.00;2310.00", "size": "64;19", "children": []}, {"name": null, "role": "AXTextField", "description": null, "role_description": "text field", "value": "Store", "position": "1031.00;2310.00", "size": "64;19", "children": []}]}, {"name": null, "role": "AXRow", "description": null, "role_description": "outline row", "value": null, "position": "158.00;2330.00", "size": "953;21", "children": [{"name": null, "role": "AXGroup", "description": null, "role_description": "group", "value": null, "position": "168.00;2330.00", "size": "208;21", "children": [{"name": null, "role": "AXDisclosureTriangle", "description": null, "role_description": "disclosure triangle", "value": 0, "position": "209.00;2331.00", "size": "13;19", "children": []}, {"name": null, "role": "AXTextField", "description": null, "role_description": "text field", "value": "1218020", "position": "222.00;2331.00", "size": "152;19", "children": []}]}, {"name": null, "role": "AXTextField", "description": null, "role_description": "text field", "value": "2023-12-14 16:10:26", "position": "377.00;2331.00", "size": "115;19", "children": []}, {"name": null, "role": "AXTextField", "description": null, "role_description": "text field", "value": "5 KB", "position": "495.00;2331.00", "size": "64;19", "children": []}, {"name": null, "role": "AXTextField", "description": null, "role_description": "text field", "value": "Folder", "position": "562.00;2331.00", "size": "137;19", "children": []}, {"name": null, "role": "AXTextField", "description": null, "role_description": "text field", "value": "5 KB", "position": "702.00;2331.00", "size": "60;19", "children": []}, {"name": null, "role": "AXTextField", "description": null, "role_description": "text field", "value": "drwxr-xr-x", "position": "765.00;2331.00", "size": "62;19", "children": []}, {"name": null, "role": "AXStaticText", "description": null, "role_description": "text", "value": "", "position": "830.00;2331.00", "size": "64;19", "children": []}, {"name": null, "role": "AXTextField", "description": null, "role_description": "text field", "value": "", "position": "897.00;2331.00", "size": "64;19", "children": []}, {"name": null, "role": "AXTextField", "description": null, "role_description": "text field", "value": "5 KB", "position": "964.00;2331.00", "size": "64;19", "children": []}, {"name": null, "role": "AXTextField", "description": null, "role_description": "text field", "value": "Store", "position": "1031.00;2331.00", "size": "64;19", "children": []}]}, {"name": null, "role": "AXRow", "description": null, "role_description": "outline row", "value": null, "position": "158.00;2351.00", "size": "953;21", "children": [{"name": null, "role": "AXGroup", "description": null, "role_description": "group", "value": null, "position": "168.00;2351.00", "size": "208;21", "children": [{"name": null, "role": "AXDisclosureTriangle", "description": null, "role_description": "disclosure triangle", "value": 0, "position": "209.00;2352.00", "size": "13;19", "children": []}, {"name": null, "role": "AXTextField", "description": null, "role_description": "text field", "value": "1216986", "position": "222.00;2352.00", "size": "152;19", "children": []}]}, {"name": null, "role": "AXTextField", "description": null, "role_description": "text field", "value": "2023-12-14 16:10:28", "position": "377.00;2352.00", "size": "115;19", "children": []}, {"name": null, "role": "AXTextField", "description": null, "role_description": "text field", "value": "5 KB", "position": "495.00;2352.00", "size": "64;19", "children": []}, {"name": null, "role": "AXTextField", "description": null, "role_description": "text field", "value": "Folder", "position": "562.00;2352.00", "size": "137;19", "children": []}, {"name": null, "role": "AXTextField", "description": null, "role_description": "text field", "value": "5 KB", "position": "702.00;2352.00", "size": "60;19", "children": []}, {"name": null, "role": "AXTextField", "description": null, "role_description": "text field", "value": "drwxr-xr-x", "position": "765.00;2352.00", "size": "62;19", "children": []}, {"name": null, "role": "AXStaticText", "description": null, "role_description": "text", "value": "", "position": "830.00;2352.00", "size": "64;19", "children": []}, {"name": null, "role": "AXTextField", "description": null, "role_description": "text field", "value": "", "position": "897.00;2352.00", "size": "64;19", "children": []}, {"name": null, "role": "AXTextField", "description": null, "role_description": "text field", "value": "5 KB", "position": "964.00;2352.00", "size": "64;19", "children": []}, {"name": null, "role": "AXTextField", "description": null, "role_description": "text field", "value": "Store", "position": "1031.00;2352.00", "size": "64;19", "children": []}]}, {"name": null, "role": "AXRow", "description": null, "role_description": "outline row", "value": null, "position": "158.00;2372.00", "size": "953;21", "children": [{"name": null, "role": "AXGroup", "description": null, "role_description": "group", "value": null, "position": "168.00;2372.00", "size": "208;21", "children": [{"name": null, "role": "AXDisclosureTriangle", "description": null, "role_description": "disclosure triangle", "value": 0, "position": "209.00;2373.00", "size": "13;19", "children": []}, {"name": null, "role": "AXTextField", "description": null, "role_description": "text field", "value": "1211159", "position": "222.00;2373.00", "size": "152;19", "children": []}]}, {"name": null, "role": "AXTextField", "description": null, "role_description": "text field", "value": "2023-12-14 16:10:29", "position": "377.00;2373.00", "size": "115;19", "children": []}, {"name": null, "role": "AXTextField", "description": null, "role_description": "text field", "value": "5 KB", "position": "495.00;2373.00", "size": "64;19", "children": []}, {"name": null, "role": "AXTextField", "description": null, "role_description": "text field", "value": "Folder", "position": "562.00;2373.00", "size": "137;19", "children": []}, {"name": null, "role": "AXTextField", "description": null, "role_description": "text field", "value": "5 KB", "position": "702.00;2373.00", "size": "60;19", "children": []}, {"name": null, "role": "AXTextField", "description": null, "role_description": "text field", "value": "drwxr-xr-x", "position": "765.00;2373.00", "size": "62;19", "children": []}, {"name": null, "role": "AXStaticText", "description": null, "role_description": "text", "value": "", "position": "830.00;2373.00", "size": "64;19", "children": []}, {"name": null, "role": "AXTextField", "description": null, "role_description": "text field", "value": "", "position": "897.00;2373.00", "size": "64;19", "children": []}, {"name": null, "role": "AXTextField", "description": null, "role_description": "text field", "value": "5 KB", "position": "964.00;2373.00", "size": "64;19", "children": []}, {"name": null, "role": "AXTextField", "description": null, "role_description": "text field", "value": "Store", "position": "1031.00;2373.00", "size": "64;19", "children": []}]}, {"name": null, "role": "AXRow", "description": null, "role_description": "outline row", "value": null, "position": "158.00;2393.00", "size": "953;21", "children": [{"name": null, "role": "AXGroup", "description": null, "role_description": "group", "value": null, "position": "168.00;2393.00", "size": "208;21", "children": [{"name": null, "role": "AXDisclosureTriangle", "description": null, "role_description": "disclosure triangle", "value": 0, "position": "209.00;2394.00", "size": "13;19", "children": []}, {"name": null, "role": "AXTextField", "description": null, "role_description": "text field", "value": "1211965", "position": "222.00;2394.00", "size": "152;19", "children": []}]}, {"name": null, "role": "AXTextField", "description": null, "role_description": "text field", "value": "2023-12-14 16:10:27", "position": "377.00;2394.00", "size": "115;19", "children": []}, {"name": null, "role": "AXTextField", "description": null, "role_description": "text field", "value": "5 KB", "position": "495.00;2394.00", "size": "64;19", "children": []}, {"name": null, "role": "AXTextField", "description": null, "role_description": "text field", "value": "Folder", "position": "562.00;2394.00", "size": "137;19", "children": []}, {"name": null, "role": "AXTextField", "description": null, "role_description": "text field", "value": "5 KB", "position": "702.00;2394.00", "size": "60;19", "children": []}, {"name": null, "role": "AXTextField", "description": null, "role_description": "text field", "value": "drwxr-xr-x", "position": "765.00;2394.00", "size": "62;19", "children": []}, {"name": null, "role": "AXStaticText", "description": null, "role_description": "text", "value": "", "position": "830.00;2394.00", "size": "64;19", "children": []}, {"name": null, "role": "AXTextField", "description": null, "role_description": "text field", "value": "", "position": "897.00;2394.00", "size": "64;19", "children": []}, {"name": null, "role": "AXTextField", "description": null, "role_description": "text field", "value": "5 KB", "position": "964.00;2394.00", "size": "64;19", "children": []}, {"name": null, "role": "AXTextField", "description": null, "role_description": "text field", "value": "Store", "position": "1031.00;2394.00", "size": "64;19", "children": []}]}, {"name": null, "role": "AXRow", "description": null, "role_description": "outline row", "value": null, "position": "158.00;2414.00", "size": "953;21", "children": [{"name": null, "role": "AXGroup", "description": null, "role_description": "group", "value": null, "position": "168.00;2414.00", "size": "208;21", "children": [{"name": null, "role": "AXDisclosureTriangle", "description": null, "role_description": "disclosure triangle", "value": 0, "position": "209.00;2415.00", "size": "13;19", "children": []}, {"name": null, "role": "AXTextField", "description": null, "role_description": "text field", "value": "1219334", "position": "222.00;2415.00", "size": "152;19", "children": []}]}, {"name": null, "role": "AXTextField", "description": null, "role_description": "text field", "value": "2023-12-14 16:10:27", "position": "377.00;2415.00", "size": "115;19", "children": []}, {"name": null, "role": "AXTextField", "description": null, "role_description": "text field", "value": "3 KB", "position": "495.00;2415.00", "size": "64;19", "children": []}, {"name": null, "role": "AXTextField", "description": null, "role_description": "text field", "value": "Folder", "position": "562.00;2415.00", "size": "137;19", "children": []}, {"name": null, "role": "AXTextField", "description": null, "role_description": "text field", "value": "3 KB", "position": "702.00;2415.00", "size": "60;19", "children": []}, {"name": null, "role": "AXTextField", "description": null, "role_description": "text field", "value": "drwxr-xr-x", "position": "765.00;2415.00", "size": "62;19", "children": []}, {"name": null, "role": "AXStaticText", "description": null, "role_description": "text", "value": "", "position": "830.00;2415.00", "size": "64;19", "children": []}, {"name": null, "role": "AXTextField", "description": null, "role_description": "text field", "value": "", "position": "897.00;2415.00", "size": "64;19", "children": []}, {"name": null, "role": "AXTextField", "description": null, "role_description": "text field", "value": "3 KB", "position": "964.00;2415.00", "size": "64;19", "children": []}, {"name": null, "role": "AXTextField", "description": null, "role_description": "text field", "value": "Store", "position": "1031.00;2415.00", "size": "64;19", "children": []}]}, {"name": null, "role": "AXRow", "description": null, "role_description": "outline row", "value": null, "position": "158.00;2435.00", "size": "953;21", "children": [{"name": null, "role": "AXGroup", "description": null, "role_description": "group", "value": null, "position": "168.00;2435.00", "size": "208;21", "children": [{"name": null, "role": "AXDisclosureTriangle", "description": null, "role_description": "disclosure triangle", "value": 0, "position": "209.00;2436.00", "size": "13;19", "children": []}, {"name": null, "role": "AXTextField", "description": null, "role_description": "text field", "value": "1219106", "position": "222.00;2436.00", "size": "152;19", "children": []}]}, {"name": null, "role": "AXTextField", "description": null, "role_description": "text field", "value": "2023-12-14 16:10:32", "position": "377.00;2436.00", "size": "115;19", "children": []}, {"name": null, "role": "AXTextField", "description": null, "role_description": "text field", "value": "10 KB", "position": "495.00;2436.00", "size": "64;19", "children": []}, {"name": null, "role": "AXTextField", "description": null, "role_description": "text field", "value": "Folder", "position": "562.00;2436.00", "size": "137;19", "children": []}, {"name": null, "role": "AXTextField", "description": null, "role_description": "text field", "value": "9 KB", "position": "702.00;2436.00", "size": "60;19", "children": []}, {"name": null, "role": "AXTextField", "description": null, "role_description": "text field", "value": "drwxr-xr-x", "position": "765.00;2436.00", "size": "62;19", "children": []}, {"name": null, "role": "AXStaticText", "description": null, "role_description": "text", "value": "", "position": "830.00;2436.00", "size": "64;19", "children": []}, {"name": null, "role": "AXTextField", "description": null, "role_description": "text field", "value": "", "position": "897.00;2436.00", "size": "64;19", "children": []}, {"name": null, "role": "AXTextField", "description": null, "role_description": "text field", "value": "10 KB", "position": "964.00;2436.00", "size": "64;19", "children": []}, {"name": null, "role": "AXTextField", "description": null, "role_description": "text field", "value": "Store", "position": "1031.00;2436.00", "size": "64;19", "children": []}]}, {"name": null, "role": "AXRow", "description": null, "role_description": "outline row", "value": null, "position": "158.00;2456.00", "size": "953;21", "children": [{"name": null, "role": "AXGroup", "description": null, "role_description": "group", "value": null, "position": "168.00;2456.00", "size": "208;21", "children": [{"name": null, "role": "AXDisclosureTriangle", "description": null, "role_description": "disclosure triangle", "value": 0, "position": "209.00;2457.00", "size": "13;19", "children": []}, {"name": null, "role": "AXTextField", "description": null, "role_description": "text field", "value": "1216972", "position": "222.00;2457.00", "size": "152;19", "children": []}]}, {"name": null, "role": "AXTextField", "description": null, "role_description": "text field", "value": "2023-12-14 16:10:26", "position": "377.00;2457.00", "size": "115;19", "children": []}, {"name": null, "role": "AXTextField", "description": null, "role_description": "text field", "value": "3 KB", "position": "495.00;2457.00", "size": "64;19", "children": []}, {"name": null, "role": "AXTextField", "description": null, "role_description": "text field", "value": "Folder", "position": "562.00;2457.00", "size": "137;19", "children": []}, {"name": null, "role": "AXTextField", "description": null, "role_description": "text field", "value": "3 KB", "position": "702.00;2457.00", "size": "60;19", "children": []}, {"name": null, "role": "AXTextField", "description": null, "role_description": "text field", "value": "drwxr-xr-x", "position": "765.00;2457.00", "size": "62;19", "children": []}, {"name": null, "role": "AXStaticText", "description": null, "role_description": "text", "value": "", "position": "830.00;2457.00", "size": "64;19", "children": []}, {"name": null, "role": "AXTextField", "description": null, "role_description": "text field", "value": "", "position": "897.00;2457.00", "size": "64;19", "children": []}, {"name": null, "role": "AXTextField", "description": null, "role_description": "text field", "value": "3 KB", "position": "964.00;2457.00", "size": "64;19", "children": []}, {"name": null, "role": "AXTextField", "description": null, "role_description": "text field", "value": "Store", "position": "1031.00;2457.00", "size": "64;19", "children": []}]}, {"name": null, "role": "AXRow", "description": null, "role_description": "outline row", "value": null, "position": "158.00;2477.00", "size": "953;21", "children": [{"name": null, "role": "AXGroup", "description": null, "role_description": "group", "value": null, "position": "168.00;2477.00", "size": "208;21", "children": [{"name": null, "role": "AXDisclosureTriangle", "description": null, "role_description": "disclosure triangle", "value": 0, "position": "209.00;2478.00", "size": "13;19", "children": []}, {"name": null, "role": "AXTextField", "description": null, "role_description": "text field", "value": "1214619", "position": "222.00;2478.00", "size": "152;19", "children": []}]}, {"name": null, "role": "AXTextField", "description": null, "role_description": "text field", "value": "2023-12-14 16:10:30", "position": "377.00;2478.00", "size": "115;19", "children": []}, {"name": null, "role": "AXTextField", "description": null, "role_description": "text field", "value": "5 KB", "position": "495.00;2478.00", "size": "64;19", "children": []}, {"name": null, "role": "AXTextField", "description": null, "role_description": "text field", "value": "Folder", "position": "562.00;2478.00", "size": "137;19", "children": []}, {"name": null, "role": "AXTextField", "description": null, "role_description": "text field", "value": "5 KB", "position": "702.00;2478.00", "size": "60;19", "children": []}, {"name": null, "role": "AXTextField", "description": null, "role_description": "text field", "value": "drwxr-xr-x", "position": "765.00;2478.00", "size": "62;19", "children": []}, {"name": null, "role": "AXStaticText", "description": null, "role_description": "text", "value": "", "position": "830.00;2478.00", "size": "64;19", "children": []}, {"name": null, "role": "AXTextField", "description": null, "role_description": "text field", "value": "", "position": "897.00;2478.00", "size": "64;19", "children": []}, {"name": null, "role": "AXTextField", "description": null, "role_description": "text field", "value": "5 KB", "position": "964.00;2478.00", "size": "64;19", "children": []}, {"name": null, "role": "AXTextField", "description": null, "role_description": "text field", "value": "Store", "position": "1031.00;2478.00", "size": "64;19", "children": []}]}, {"name": null, "role": "AXRow", "description": null, "role_description": "outline row", "value": null, "position": "158.00;2498.00", "size": "953;21", "children": [{"name": null, "role": "AXGroup", "description": null, "role_description": "group", "value": null, "position": "168.00;2498.00", "size": "208;21", "children": [{"name": null, "role": "AXDisclosureTriangle", "description": null, "role_description": "disclosure triangle", "value": 0, "position": "209.00;2499.00", "size": "13;19", "children": []}, {"name": null, "role": "AXTextField", "description": null, "role_description": "text field", "value": "1213864", "position": "222.00;2499.00", "size": "152;19", "children": []}]}, {"name": null, "role": "AXTextField", "description": null, "role_description": "text field", "value": "2023-12-14 16:10:29", "position": "377.00;2499.00", "size": "115;19", "children": []}, {"name": null, "role": "AXTextField", "description": null, "role_description": "text field", "value": "7 KB", "position": "495.00;2499.00", "size": "64;19", "children": []}, {"name": null, "role": "AXTextField", "description": null, "role_description": "text field", "value": "Folder", "position": "562.00;2499.00", "size": "137;19", "children": []}, {"name": null, "role": "AXTextField", "description": null, "role_description": "text field", "value": "7 KB", "position": "702.00;2499.00", "size": "60;19", "children": []}, {"name": null, "role": "AXTextField", "description": null, "role_description": "text field", "value": "drwxr-xr-x", "position": "765.00;2499.00", "size": "62;19", "children": []}, {"name": null, "role": "AXStaticText", "description": null, "role_description": "text", "value": "", "position": "830.00;2499.00", "size": "64;19", "children": []}, {"name": null, "role": "AXTextField", "description": null, "role_description": "text field", "value": "", "position": "897.00;2499.00", "size": "64;19", "children": []}, {"name": null, "role": "AXTextField", "description": null, "role_description": "text field", "value": "7 KB", "position": "964.00;2499.00", "size": "64;19", "children": []}, {"name": null, "role": "AXTextField", "description": null, "role_description": "text field", "value": "Store", "position": "1031.00;2499.00", "size": "64;19", "children": []}]}, {"name": null, "role": "AXRow", "description": null, "role_description": "outline row", "value": null, "position": "158.00;2519.00", "size": "953;21", "children": [{"name": null, "role": "AXGroup", "description": null, "role_description": "group", "value": null, "position": "168.00;2519.00", "size": "208;21", "children": [{"name": null, "role": "AXDisclosureTriangle", "description": null, "role_description": "disclosure triangle", "value": 0, "position": "209.00;2520.00", "size": "13;19", "children": []}, {"name": null, "role": "AXTextField", "description": null, "role_description": "text field", "value": "1219562", "position": "222.00;2520.00", "size": "152;19", "children": []}]}, {"name": null, "role": "AXTextField", "description": null, "role_description": "text field", "value": "2023-12-14 16:10:29", "position": "377.00;2520.00", "size": "115;19", "children": []}, {"name": null, "role": "AXTextField", "description": null, "role_description": "text field", "value": "10 KB", "position": "495.00;2520.00", "size": "64;19", "children": []}, {"name": null, "role": "AXTextField", "description": null, "role_description": "text field", "value": "Folder", "position": "562.00;2520.00", "size": "137;19", "children": []}, {"name": null, "role": "AXTextField", "description": null, "role_description": "text field", "value": "10 KB", "position": "702.00;2520.00", "size": "60;19", "children": []}, {"name": null, "role": "AXTextField", "description": null, "role_description": "text field", "value": "drwxr-xr-x", "position": "765.00;2520.00", "size": "62;19", "children": []}, {"name": null, "role": "AXStaticText", "description": null, "role_description": "text", "value": "", "position": "830.00;2520.00", "size": "64;19", "children": []}, {"name": null, "role": "AXTextField", "description": null, "role_description": "text field", "value": "", "position": "897.00;2520.00", "size": "64;19", "children": []}, {"name": null, "role": "AXTextField", "description": null, "role_description": "text field", "value": "10 KB", "position": "964.00;2520.00", "size": "64;19", "children": []}, {"name": null, "role": "AXTextField", "description": null, "role_description": "text field", "value": "Store", "position": "1031.00;2520.00", "size": "64;19", "children": []}]}, {"name": null, "role": "AXRow", "description": null, "role_description": "outline row", "value": null, "position": "158.00;2540.00", "size": "953;21", "children": [{"name": null, "role": "AXGroup", "description": null, "role_description": "group", "value": null, "position": "168.00;2540.00", "size": "208;21", "children": [{"name": null, "role": "AXDisclosureTriangle", "description": null, "role_description": "disclosure triangle", "value": 0, "position": "209.00;2541.00", "size": "13;19", "children": []}, {"name": null, "role": "AXTextField", "description": null, "role_description": "text field", "value": "1214873", "position": "222.00;2541.00", "size": "152;19", "children": []}]}, {"name": null, "role": "AXTextField", "description": null, "role_description": "text field", "value": "2023-12-14 16:10:26", "position": "377.00;2541.00", "size": "115;19", "children": []}, {"name": null, "role": "AXTextField", "description": null, "role_description": "text field", "value": "3 KB", "position": "495.00;2541.00", "size": "64;19", "children": []}, {"name": null, "role": "AXTextField", "description": null, "role_description": "text field", "value": "Folder", "position": "562.00;2541.00", "size": "137;19", "children": []}, {"name": null, "role": "AXTextField", "description": null, "role_description": "text field", "value": "2 KB", "position": "702.00;2541.00", "size": "60;19", "children": []}, {"name": null, "role": "AXTextField", "description": null, "role_description": "text field", "value": "drwxr-xr-x", "position": "765.00;2541.00", "size": "62;19", "children": []}, {"name": null, "role": "AXStaticText", "description": null, "role_description": "text", "value": "", "position": "830.00;2541.00", "size": "64;19", "children": []}, {"name": null, "role": "AXTextField", "description": null, "role_description": "text field", "value": "", "position": "897.00;2541.00", "size": "64;19", "children": []}, {"name": null, "role": "AXTextField", "description": null, "role_description": "text field", "value": "3 KB", "position": "964.00;2541.00", "size": "64;19", "children": []}, {"name": null, "role": "AXTextField", "description": null, "role_description": "text field", "value": "Store", "position": "1031.00;2541.00", "size": "64;19", "children": []}]}, {"name": null, "role": "AXRow", "description": null, "role_description": "outline row", "value": null, "position": "158.00;2561.00", "size": "953;21", "children": [{"name": null, "role": "AXGroup", "description": null, "role_description": "group", "value": null, "position": "168.00;2561.00", "size": "208;21", "children": [{"name": null, "role": "AXDisclosureTriangle", "description": null, "role_description": "disclosure triangle", "value": 0, "position": "209.00;2562.00", "size": "13;19", "children": []}, {"name": null, "role": "AXTextField", "description": null, "role_description": "text field", "value": "1216718", "position": "222.00;2562.00", "size": "152;19", "children": []}]}, {"name": null, "role": "AXTextField", "description": null, "role_description": "text field", "value": "2023-12-14 16:10:30", "position": "377.00;2562.00", "size": "115;19", "children": []}, {"name": null, "role": "AXTextField", "description": null, "role_description": "text field", "value": "3 KB", "position": "495.00;2562.00", "size": "64;19", "children": []}, {"name": null, "role": "AXTextField", "description": null, "role_description": "text field", "value": "Folder", "position": "562.00;2562.00", "size": "137;19", "children": []}, {"name": null, "role": "AXTextField", "description": null, "role_description": "text field", "value": "3 KB", "position": "702.00;2562.00", "size": "60;19", "children": []}, {"name": null, "role": "AXTextField", "description": null, "role_description": "text field", "value": "drwxr-xr-x", "position": "765.00;2562.00", "size": "62;19", "children": []}, {"name": null, "role": "AXStaticText", "description": null, "role_description": "text", "value": "", "position": "830.00;2562.00", "size": "64;19", "children": []}, {"name": null, "role": "AXTextField", "description": null, "role_description": "text field", "value": "", "position": "897.00;2562.00", "size": "64;19", "children": []}, {"name": null, "role": "AXTextField", "description": null, "role_description": "text field", "value": "3 KB", "position": "964.00;2562.00", "size": "64;19", "children": []}, {"name": null, "role": "AXTextField", "description": null, "role_description": "text field", "value": "Store", "position": "1031.00;2562.00", "size": "64;19", "children": []}]}, {"name": null, "role": "AXRow", "description": null, "role_description": "outline row", "value": null, "position": "158.00;2582.00", "size": "953;21", "children": [{"name": null, "role": "AXGroup", "description": null, "role_description": "group", "value": null, "position": "168.00;2582.00", "size": "208;21", "children": [{"name": null, "role": "AXDisclosureTriangle", "description": null, "role_description": "disclosure triangle", "value": 0, "position": "209.00;2583.00", "size": "13;19", "children": []}, {"name": null, "role": "AXTextField", "description": null, "role_description": "text field", "value": "1215160", "position": "222.00;2583.00", "size": "152;19", "children": []}]}, {"name": null, "role": "AXTextField", "description": null, "role_description": "text field", "value": "2023-12-14 16:10:32", "position": "377.00;2583.00", "size": "115;19", "children": []}, {"name": null, "role": "AXTextField", "description": null, "role_description": "text field", "value": "7 KB", "position": "495.00;2583.00", "size": "64;19", "children": []}, {"name": null, "role": "AXTextField", "description": null, "role_description": "text field", "value": "Folder", "position": "562.00;2583.00", "size": "137;19", "children": []}, {"name": null, "role": "AXTextField", "description": null, "role_description": "text field", "value": "7 KB", "position": "702.00;2583.00", "size": "60;19", "children": []}, {"name": null, "role": "AXTextField", "description": null, "role_description": "text field", "value": "drwxr-xr-x", "position": "765.00;2583.00", "size": "62;19", "children": []}, {"name": null, "role": "AXStaticText", "description": null, "role_description": "text", "value": "", "position": "830.00;2583.00", "size": "64;19", "children": []}, {"name": null, "role": "AXTextField", "description": null, "role_description": "text field", "value": "", "position": "897.00;2583.00", "size": "64;19", "children": []}, {"name": null, "role": "AXTextField", "description": null, "role_description": "text field", "value": "7 KB", "position": "964.00;2583.00", "size": "64;19", "children": []}, {"name": null, "role": "AXTextField", "description": null, "role_description": "text field", "value": "Store", "position": "1031.00;2583.00", "size": "64;19", "children": []}]}, {"name": null, "role": "AXRow", "description": null, "role_description": "outline row", "value": null, "position": "158.00;2603.00", "size": "953;21", "children": [{"name": null, "role": "AXGroup", "description": null, "role_description": "group", "value": null, "position": "168.00;2603.00", "size": "208;21", "children": [{"name": null, "role": "AXDisclosureTriangle", "description": null, "role_description": "disclosure triangle", "value": 0, "position": "209.00;2604.00", "size": "13;19", "children": []}, {"name": null, "role": "AXTextField", "description": null, "role_description": "text field", "value": "1217637", "position": "222.00;2604.00", "size": "152;19", "children": []}]}, {"name": null, "role": "AXTextField", "description": null, "role_description": "text field", "value": "2023-12-14 16:10:26", "position": "377.00;2604.00", "size": "115;19", "children": []}, {"name": null, "role": "AXTextField", "description": null, "role_description": "text field", "value": "8 KB", "position": "495.00;2604.00", "size": "64;19", "children": []}, {"name": null, "role": "AXTextField", "description": null, "role_description": "text field", "value": "Folder", "position": "562.00;2604.00", "size": "137;19", "children": []}, {"name": null, "role": "AXTextField", "description": null, "role_description": "text field", "value": "7 KB", "position": "702.00;2604.00", "size": "60;19", "children": []}, {"name": null, "role": "AXTextField", "description": null, "role_description": "text field", "value": "drwxr-xr-x", "position": "765.00;2604.00", "size": "62;19", "children": []}, {"name": null, "role": "AXStaticText", "description": null, "role_description": "text", "value": "", "position": "830.00;2604.00", "size": "64;19", "children": []}, {"name": null, "role": "AXTextField", "description": null, "role_description": "text field", "value": "", "position": "897.00;2604.00", "size": "64;19", "children": []}, {"name": null, "role": "AXTextField", "description": null, "role_description": "text field", "value": "8 KB", "position": "964.00;2604.00", "size": "64;19", "children": []}, {"name": null, "role": "AXTextField", "description": null, "role_description": "text field", "value": "Store", "position": "1031.00;2604.00", "size": "64;19", "children": []}]}, {"name": null, "role": "AXRow", "description": null, "role_description": "outline row", "value": null, "position": "158.00;2624.00", "size": "953;21", "children": [{"name": null, "role": "AXGroup", "description": null, "role_description": "group", "value": null, "position": "168.00;2624.00", "size": "208;21", "children": [{"name": null, "role": "AXDisclosureTriangle", "description": null, "role_description": "disclosure triangle", "value": 0, "position": "209.00;2625.00", "size": "13;19", "children": []}, {"name": null, "role": "AXTextField", "description": null, "role_description": "text field", "value": "1212345", "position": "222.00;2625.00", "size": "152;19", "children": []}]}, {"name": null, "role": "AXTextField", "description": null, "role_description": "text field", "value": "2023-12-14 16:10:32", "position": "377.00;2625.00", "size": "115;19", "children": []}, {"name": null, "role": "AXTextField", "description": null, "role_description": "text field", "value": "6 KB", "position": "495.00;2625.00", "size": "64;19", "children": []}, {"name": null, "role": "AXTextField", "description": null, "role_description": "text field", "value": "Folder", "position": "562.00;2625.00", "size": "137;19", "children": []}, {"name": null, "role": "AXTextField", "description": null, "role_description": "text field", "value": "6 KB", "position": "702.00;2625.00", "size": "60;19", "children": []}, {"name": null, "role": "AXTextField", "description": null, "role_description": "text field", "value": "drwxr-xr-x", "position": "765.00;2625.00", "size": "62;19", "children": []}, {"name": null, "role": "AXStaticText", "description": null, "role_description": "text", "value": "", "position": "830.00;2625.00", "size": "64;19", "children": []}, {"name": null, "role": "AXTextField", "description": null, "role_description": "text field", "value": "", "position": "897.00;2625.00", "size": "64;19", "children": []}, {"name": null, "role": "AXTextField", "description": null, "role_description": "text field", "value": "6 KB", "position": "964.00;2625.00", "size": "64;19", "children": []}, {"name": null, "role": "AXTextField", "description": null, "role_description": "text field", "value": "Store", "position": "1031.00;2625.00", "size": "64;19", "children": []}]}, {"name": null, "role": "AXRow", "description": null, "role_description": "outline row", "value": null, "position": "158.00;2645.00", "size": "953;21", "children": [{"name": null, "role": "AXGroup", "description": null, "role_description": "group", "value": null, "position": "168.00;2645.00", "size": "208;21", "children": [{"name": null, "role": "AXDisclosureTriangle", "description": null, "role_description": "disclosure triangle", "value": 0, "position": "209.00;2646.00", "size": "13;19", "children": []}, {"name": null, "role": "AXTextField", "description": null, "role_description": "text field", "value": "1217405", "position": "222.00;2646.00", "size": "152;19", "children": []}]}, {"name": null, "role": "AXTextField", "description": null, "role_description": "text field", "value": "2023-12-14 16:10:31", "position": "377.00;2646.00", "size": "115;19", "children": []}, {"name": null, "role": "AXTextField", "description": null, "role_description": "text field", "value": "5 KB", "position": "495.00;2646.00", "size": "64;19", "children": []}, {"name": null, "role": "AXTextField", "description": null, "role_description": "text field", "value": "Folder", "position": "562.00;2646.00", "size": "137;19", "children": []}, {"name": null, "role": "AXTextField", "description": null, "role_description": "text field", "value": "5 KB", "position": "702.00;2646.00", "size": "60;19", "children": []}, {"name": null, "role": "AXTextField", "description": null, "role_description": "text field", "value": "drwxr-xr-x", "position": "765.00;2646.00", "size": "62;19", "children": []}, {"name": null, "role": "AXStaticText", "description": null, "role_description": "text", "value": "", "position": "830.00;2646.00", "size": "64;19", "children": []}, {"name": null, "role": "AXTextField", "description": null, "role_description": "text field", "value": "", "position": "897.00;2646.00", "size": "64;19", "children": []}, {"name": null, "role": "AXTextField", "description": null, "role_description": "text field", "value": "5 KB", "position": "964.00;2646.00", "size": "64;19", "children": []}, {"name": null, "role": "AXTextField", "description": null, "role_description": "text field", "value": "Store", "position": "1031.00;2646.00", "size": "64;19", "children": []}]}, {"name": null, "role": "AXRow", "description": null, "role_description": "outline row", "value": null, "position": "158.00;2666.00", "size": "953;21", "children": [{"name": null, "role": "AXGroup", "description": null, "role_description": "group", "value": null, "position": "168.00;2666.00", "size": "208;21", "children": [{"name": null, "role": "AXDisclosureTriangle", "description": null, "role_description": "disclosure triangle", "value": 0, "position": "209.00;2667.00", "size": "13;19", "children": []}, {"name": null, "role": "AXTextField", "description": null, "role_description": "text field", "value": "1213899", "position": "222.00;2667.00", "size": "152;19", "children": []}]}, {"name": null, "role": "AXTextField", "description": null, "role_description": "text field", "value": "2023-12-14 16:10:26", "position": "377.00;2667.00", "size": "115;19", "children": []}, {"name": null, "role": "AXTextField", "description": null, "role_description": "text field", "value": "6 KB", "position": "495.00;2667.00", "size": "64;19", "children": []}, {"name": null, "role": "AXTextField", "description": null, "role_description": "text field", "value": "Folder", "position": "562.00;2667.00", "size": "137;19", "children": []}, {"name": null, "role": "AXTextField", "description": null, "role_description": "text field", "value": "6 KB", "position": "702.00;2667.00", "size": "60;19", "children": []}, {"name": null, "role": "AXTextField", "description": null, "role_description": "text field", "value": "drwxr-xr-x", "position": "765.00;2667.00", "size": "62;19", "children": []}, {"name": null, "role": "AXStaticText", "description": null, "role_description": "text", "value": "", "position": "830.00;2667.00", "size": "64;19", "children": []}, {"name": null, "role": "AXTextField", "description": null, "role_description": "text field", "value": "", "position": "897.00;2667.00", "size": "64;19", "children": []}, {"name": null, "role": "AXTextField", "description": null, "role_description": "text field", "value": "6 KB", "position": "964.00;2667.00", "size": "64;19", "children": []}, {"name": null, "role": "AXTextField", "description": null, "role_description": "text field", "value": "Store", "position": "1031.00;2667.00", "size": "64;19", "children": []}]}, {"name": null, "role": "AXRow", "description": null, "role_description": "outline row", "value": null, "position": "158.00;2687.00", "size": "953;21", "children": [{"name": null, "role": "AXGroup", "description": null, "role_description": "group", "value": null, "position": "168.00;2687.00", "size": "208;21", "children": [{"name": null, "role": "AXDisclosureTriangle", "description": null, "role_description": "disclosure triangle", "value": 0, "position": "209.00;2688.00", "size": "13;19", "children": []}, {"name": null, "role": "AXTextField", "description": null, "role_description": "text field", "value": "1210620", "position": "222.00;2688.00", "size": "152;19", "children": []}]}, {"name": null, "role": "AXTextField", "description": null, "role_description": "text field", "value": "2023-12-14 16:10:26", "position": "377.00;2688.00", "size": "115;19", "children": []}, {"name": null, "role": "AXTextField", "description": null, "role_description": "text field", "value": "14 KB", "position": "495.00;2688.00", "size": "64;19", "children": []}, {"name": null, "role": "AXTextField", "description": null, "role_description": "text field", "value": "Folder", "position": "562.00;2688.00", "size": "137;19", "children": []}, {"name": null, "role": "AXTextField", "description": null, "role_description": "text field", "value": "13 KB", "position": "702.00;2688.00", "size": "60;19", "children": []}, {"name": null, "role": "AXTextField", "description": null, "role_description": "text field", "value": "drwxr-xr-x", "position": "765.00;2688.00", "size": "62;19", "children": []}, {"name": null, "role": "AXStaticText", "description": null, "role_description": "text", "value": "", "position": "830.00;2688.00", "size": "64;19", "children": []}, {"name": null, "role": "AXTextField", "description": null, "role_description": "text field", "value": "", "position": "897.00;2688.00", "size": "64;19", "children": []}, {"name": null, "role": "AXTextField", "description": null, "role_description": "text field", "value": "14 KB", "position": "964.00;2688.00", "size": "64;19", "children": []}, {"name": null, "role": "AXTextField", "description": null, "role_description": "text field", "value": "Store", "position": "1031.00;2688.00", "size": "64;19", "children": []}]}, {"name": null, "role": "AXRow", "description": null, "role_description": "outline row", "value": null, "position": "158.00;2708.00", "size": "953;21", "children": [{"name": null, "role": "AXGroup", "description": null, "role_description": "group", "value": null, "position": "168.00;2708.00", "size": "208;21", "children": [{"name": null, "role": "AXDisclosureTriangle", "description": null, "role_description": "disclosure triangle", "value": 0, "position": "209.00;2709.00", "size": "13;19", "children": []}, {"name": null, "role": "AXTextField", "description": null, "role_description": "text field", "value": "1215352", "position": "222.00;2709.00", "size": "152;19", "children": []}]}, {"name": null, "role": "AXTextField", "description": null, "role_description": "text field", "value": "2023-12-14 16:10:25", "position": "377.00;2709.00", "size": "115;19", "children": []}, {"name": null, "role": "AXTextField", "description": null, "role_description": "text field", "value": "6 KB", "position": "495.00;2709.00", "size": "64;19", "children": []}, {"name": null, "role": "AXTextField", "description": null, "role_description": "text field", "value": "Folder", "position": "562.00;2709.00", "size": "137;19", "children": []}, {"name": null, "role": "AXTextField", "description": null, "role_description": "text field", "value": "6 KB", "position": "702.00;2709.00", "size": "60;19", "children": []}, {"name": null, "role": "AXTextField", "description": null, "role_description": "text field", "value": "drwxr-xr-x", "position": "765.00;2709.00", "size": "62;19", "children": []}, {"name": null, "role": "AXStaticText", "description": null, "role_description": "text", "value": "", "position": "830.00;2709.00", "size": "64;19", "children": []}, {"name": null, "role": "AXTextField", "description": null, "role_description": "text field", "value": "", "position": "897.00;2709.00", "size": "64;19", "children": []}, {"name": null, "role": "AXTextField", "description": null, "role_description": "text field", "value": "6 KB", "position": "964.00;2709.00", "size": "64;19", "children": []}, {"name": null, "role": "AXTextField", "description": null, "role_description": "text field", "value": "Store", "position": "1031.00;2709.00", "size": "64;19", "children": []}]}, {"name": null, "role": "AXRow", "description": null, "role_description": "outline row", "value": null, "position": "158.00;2729.00", "size": "953;21", "children": [{"name": null, "role": "AXGroup", "description": null, "role_description": "group", "value": null, "position": "168.00;2729.00", "size": "208;21", "children": [{"name": null, "role": "AXDisclosureTriangle", "description": null, "role_description": "disclosure triangle", "value": 0, "position": "209.00;2730.00", "size": "13;19", "children": []}, {"name": null, "role": "AXTextField", "description": null, "role_description": "text field", "value": "1214280", "position": "222.00;2730.00", "size": "152;19", "children": []}]}, {"name": null, "role": "AXTextField", "description": null, "role_description": "text field", "value": "2023-12-14 16:10:28", "position": "377.00;2730.00", "size": "115;19", "children": []}, {"name": null, "role": "AXTextField", "description": null, "role_description": "text field", "value": "9 KB", "position": "495.00;2730.00", "size": "64;19", "children": []}, {"name": null, "role": "AXTextField", "description": null, "role_description": "text field", "value": "Folder", "position": "562.00;2730.00", "size": "137;19", "children": []}, {"name": null, "role": "AXTextField", "description": null, "role_description": "text field", "value": "9 KB", "position": "702.00;2730.00", "size": "60;19", "children": []}, {"name": null, "role": "AXTextField", "description": null, "role_description": "text field", "value": "drwxr-xr-x", "position": "765.00;2730.00", "size": "62;19", "children": []}, {"name": null, "role": "AXStaticText", "description": null, "role_description": "text", "value": "", "position": "830.00;2730.00", "size": "64;19", "children": []}, {"name": null, "role": "AXTextField", "description": null, "role_description": "text field", "value": "", "position": "897.00;2730.00", "size": "64;19", "children": []}, {"name": null, "role": "AXTextField", "description": null, "role_description": "text field", "value": "9 KB", "position": "964.00;2730.00", "size": "64;19", "children": []}, {"name": null, "role": "AXTextField", "description": null, "role_description": "text field", "value": "Store", "position": "1031.00;2730.00", "size": "64;19", "children": []}]}, {"name": null, "role": "AXRow", "description": null, "role_description": "outline row", "value": null, "position": "158.00;2750.00", "size": "953;21", "children": [{"name": null, "role": "AXGroup", "description": null, "role_description": "group", "value": null, "position": "168.00;2750.00", "size": "208;21", "children": [{"name": null, "role": "AXDisclosureTriangle", "description": null, "role_description": "disclosure triangle", "value": 0, "position": "209.00;2751.00", "size": "13;19", "children": []}, {"name": null, "role": "AXTextField", "description": null, "role_description": "text field", "value": "1217061", "position": "222.00;2751.00", "size": "152;19", "children": []}]}, {"name": null, "role": "AXTextField", "description": null, "role_description": "text field", "value": "2023-12-14 16:10:27", "position": "377.00;2751.00", "size": "115;19", "children": []}, {"name": null, "role": "AXTextField", "description": null, "role_description": "text field", "value": "4 KB", "position": "495.00;2751.00", "size": "64;19", "children": []}, {"name": null, "role": "AXTextField", "description": null, "role_description": "text field", "value": "Folder", "position": "562.00;2751.00", "size": "137;19", "children": []}, {"name": null, "role": "AXTextField", "description": null, "role_description": "text field", "value": "4 KB", "position": "702.00;2751.00", "size": "60;19", "children": []}, {"name": null, "role": "AXTextField", "description": null, "role_description": "text field", "value": "drwxr-xr-x", "position": "765.00;2751.00", "size": "62;19", "children": []}, {"name": null, "role": "AXStaticText", "description": null, "role_description": "text", "value": "", "position": "830.00;2751.00", "size": "64;19", "children": []}, {"name": null, "role": "AXTextField", "description": null, "role_description": "text field", "value": "", "position": "897.00;2751.00", "size": "64;19", "children": []}, {"name": null, "role": "AXTextField", "description": null, "role_description": "text field", "value": "4 KB", "position": "964.00;2751.00", "size": "64;19", "children": []}, {"name": null, "role": "AXTextField", "description": null, "role_description": "text field", "value": "Store", "position": "1031.00;2751.00", "size": "64;19", "children": []}]}, {"name": null, "role": "AXRow", "description": null, "role_description": "outline row", "value": null, "position": "158.00;2771.00", "size": "953;21", "children": [{"name": null, "role": "AXGroup", "description": null, "role_description": "group", "value": null, "position": "168.00;2771.00", "size": "208;21", "children": [{"name": null, "role": "AXDisclosureTriangle", "description": null, "role_description": "disclosure triangle", "value": 0, "position": "209.00;2772.00", "size": "13;19", "children": []}, {"name": null, "role": "AXTextField", "description": null, "role_description": "text field", "value": "1218815", "position": "222.00;2772.00", "size": "152;19", "children": []}]}, {"name": null, "role": "AXTextField", "description": null, "role_description": "text field", "value": "2023-12-14 16:10:27", "position": "377.00;2772.00", "size": "115;19", "children": []}, {"name": null, "role": "AXTextField", "description": null, "role_description": "text field", "value": "8 KB", "position": "495.00;2772.00", "size": "64;19", "children": []}, {"name": null, "role": "AXTextField", "description": null, "role_description": "text field", "value": "Folder", "position": "562.00;2772.00", "size": "137;19", "children": []}, {"name": null, "role": "AXTextField", "description": null, "role_description": "text field", "value": "8 KB", "position": "702.00;2772.00", "size": "60;19", "children": []}, {"name": null, "role": "AXTextField", "description": null, "role_description": "text field", "value": "drwxr-xr-x", "position": "765.00;2772.00", "size": "62;19", "children": []}, {"name": null, "role": "AXStaticText", "description": null, "role_description": "text", "value": "", "position": "830.00;2772.00", "size": "64;19", "children": []}, {"name": null, "role": "AXTextField", "description": null, "role_description": "text field", "value": "", "position": "897.00;2772.00", "size": "64;19", "children": []}, {"name": null, "role": "AXTextField", "description": null, "role_description": "text field", "value": "8 KB", "position": "964.00;2772.00", "size": "64;19", "children": []}, {"name": null, "role": "AXTextField", "description": null, "role_description": "text field", "value": "Store", "position": "1031.00;2772.00", "size": "64;19", "children": []}]}, {"name": null, "role": "AXRow", "description": null, "role_description": "outline row", "value": null, "position": "158.00;2792.00", "size": "953;21", "children": [{"name": null, "role": "AXGroup", "description": null, "role_description": "group", "value": null, "position": "168.00;2792.00", "size": "208;21", "children": [{"name": null, "role": "AXDisclosureTriangle", "description": null, "role_description": "disclosure triangle", "value": 0, "position": "209.00;2793.00", "size": "13;19", "children": []}, {"name": null, "role": "AXTextField", "description": null, "role_description": "text field", "value": "1212513", "position": "222.00;2793.00", "size": "152;19", "children": []}]}, {"name": null, "role": "AXTextField", "description": null, "role_description": "text field", "value": "2023-12-14 16:10:30", "position": "377.00;2793.00", "size": "115;19", "children": []}, {"name": null, "role": "AXTextField", "description": null, "role_description": "text field", "value": "6 KB", "position": "495.00;2793.00", "size": "64;19", "children": []}, {"name": null, "role": "AXTextField", "description": null, "role_description": "text field", "value": "Folder", "position": "562.00;2793.00", "size": "137;19", "children": []}, {"name": null, "role": "AXTextField", "description": null, "role_description": "text field", "value": "6 KB", "position": "702.00;2793.00", "size": "60;19", "children": []}, {"name": null, "role": "AXTextField", "description": null, "role_description": "text field", "value": "drwxr-xr-x", "position": "765.00;2793.00", "size": "62;19", "children": []}, {"name": null, "role": "AXStaticText", "description": null, "role_description": "text", "value": "", "position": "830.00;2793.00", "size": "64;19", "children": []}, {"name": null, "role": "AXTextField", "description": null, "role_description": "text field", "value": "", "position": "897.00;2793.00", "size": "64;19", "children": []}, {"name": null, "role": "AXTextField", "description": null, "role_description": "text field", "value": "6 KB", "position": "964.00;2793.00", "size": "64;19", "children": []}, {"name": null, "role": "AXTextField", "description": null, "role_description": "text field", "value": "Store", "position": "1031.00;2793.00", "size": "64;19", "children": []}]}, {"name": null, "role": "AXRow", "description": null, "role_description": "outline row", "value": null, "position": "158.00;2813.00", "size": "953;21", "children": [{"name": null, "role": "AXGroup", "description": null, "role_description": "group", "value": null, "position": "168.00;2813.00", "size": "208;21", "children": [{"name": null, "role": "AXDisclosureTriangle", "description": null, "role_description": "disclosure triangle", "value": 0, "position": "209.00;2814.00", "size": "13;19", "children": []}, {"name": null, "role": "AXTextField", "description": null, "role_description": "text field", "value": "1210244", "position": "222.00;2814.00", "size": "152;19", "children": []}]}, {"name": null, "role": "AXTextField", "description": null, "role_description": "text field", "value": "2023-12-14 16:10:31", "position": "377.00;2814.00", "size": "115;19", "children": []}, {"name": null, "role": "AXTextField", "description": null, "role_description": "text field", "value": "3 KB", "position": "495.00;2814.00", "size": "64;19", "children": []}, {"name": null, "role": "AXTextField", "description": null, "role_description": "text field", "value": "Folder", "position": "562.00;2814.00", "size": "137;19", "children": []}, {"name": null, "role": "AXTextField", "description": null, "role_description": "text field", "value": "3 KB", "position": "702.00;2814.00", "size": "60;19", "children": []}, {"name": null, "role": "AXTextField", "description": null, "role_description": "text field", "value": "drwxr-xr-x", "position": "765.00;2814.00", "size": "62;19", "children": []}, {"name": null, "role": "AXStaticText", "description": null, "role_description": "text", "value": "", "position": "830.00;2814.00", "size": "64;19", "children": []}, {"name": null, "role": "AXTextField", "description": null, "role_description": "text field", "value": "", "position": "897.00;2814.00", "size": "64;19", "children": []}, {"name": null, "role": "AXTextField", "description": null, "role_description": "text field", "value": "3 KB", "position": "964.00;2814.00", "size": "64;19", "children": []}, {"name": null, "role": "AXTextField", "description": null, "role_description": "text field", "value": "Store", "position": "1031.00;2814.00", "size": "64;19", "children": []}]}, {"name": null, "role": "AXRow", "description": null, "role_description": "outline row", "value": null, "position": "158.00;2834.00", "size": "953;21", "children": [{"name": null, "role": "AXGroup", "description": null, "role_description": "group", "value": null, "position": "168.00;2834.00", "size": "208;21", "children": [{"name": null, "role": "AXDisclosureTriangle", "description": null, "role_description": "disclosure triangle", "value": 0, "position": "209.00;2835.00", "size": "13;19", "children": []}, {"name": null, "role": "AXTextField", "description": null, "role_description": "text field", "value": "1215736", "position": "222.00;2835.00", "size": "152;19", "children": []}]}, {"name": null, "role": "AXTextField", "description": null, "role_description": "text field", "value": "2023-12-14 16:10:28", "position": "377.00;2835.00", "size": "115;19", "children": []}, {"name": null, "role": "AXTextField", "description": null, "role_description": "text field", "value": "10 KB", "position": "495.00;2835.00", "size": "64;19", "children": []}, {"name": null, "role": "AXTextField", "description": null, "role_description": "text field", "value": "Folder", "position": "562.00;2835.00", "size": "137;19", "children": []}, {"name": null, "role": "AXTextField", "description": null, "role_description": "text field", "value": "9 KB", "position": "702.00;2835.00", "size": "60;19", "children": []}, {"name": null, "role": "AXTextField", "description": null, "role_description": "text field", "value": "drwxr-xr-x", "position": "765.00;2835.00", "size": "62;19", "children": []}, {"name": null, "role": "AXStaticText", "description": null, "role_description": "text", "value": "", "position": "830.00;2835.00", "size": "64;19", "children": []}, {"name": null, "role": "AXTextField", "description": null, "role_description": "text field", "value": "", "position": "897.00;2835.00", "size": "64;19", "children": []}, {"name": null, "role": "AXTextField", "description": null, "role_description": "text field", "value": "10 KB", "position": "964.00;2835.00", "size": "64;19", "children": []}, {"name": null, "role": "AXTextField", "description": null, "role_description": "text field", "value": "Store", "position": "1031.00;2835.00", "size": "64;19", "children": []}]}, {"name": null, "role": "AXRow", "description": null, "role_description": "outline row", "value": null, "position": "158.00;2855.00", "size": "953;21", "children": [{"name": null, "role": "AXGroup", "description": null, "role_description": "group", "value": null, "position": "168.00;2855.00", "size": "208;21", "children": [{"name": null, "role": "AXDisclosureTriangle", "description": null, "role_description": "disclosure triangle", "value": 0, "position": "209.00;2856.00", "size": "13;19", "children": []}, {"name": null, "role": "AXTextField", "description": null, "role_description": "text field", "value": "1210076", "position": "222.00;2856.00", "size": "152;19", "children": []}]}, {"name": null, "role": "AXTextField", "description": null, "role_description": "text field", "value": "2023-12-14 16:10:27", "position": "377.00;2856.00", "size": "115;19", "children": []}, {"name": null, "role": "AXTextField", "description": null, "role_description": "text field", "value": "5 KB", "position": "495.00;2856.00", "size": "64;19", "children": []}, {"name": null, "role": "AXTextField", "description": null, "role_description": "text field", "value": "Folder", "position": "562.00;2856.00", "size": "137;19", "children": []}, {"name": null, "role": "AXTextField", "description": null, "role_description": "text field", "value": "5 KB", "position": "702.00;2856.00", "size": "60;19", "children": []}, {"name": null, "role": "AXTextField", "description": null, "role_description": "text field", "value": "drwxr-xr-x", "position": "765.00;2856.00", "size": "62;19", "children": []}, {"name": null, "role": "AXStaticText", "description": null, "role_description": "text", "value": "", "position": "830.00;2856.00", "size": "64;19", "children": []}, {"name": null, "role": "AXTextField", "description": null, "role_description": "text field", "value": "", "position": "897.00;2856.00", "size": "64;19", "children": []}, {"name": null, "role": "AXTextField", "description": null, "role_description": "text field", "value": "5 KB", "position": "964.00;2856.00", "size": "64;19", "children": []}, {"name": null, "role": "AXTextField", "description": null, "role_description": "text field", "value": "Store", "position": "1031.00;2856.00", "size": "64;19", "children": []}]}, {"name": null, "role": "AXRow", "description": null, "role_description": "outline row", "value": null, "position": "158.00;2876.00", "size": "953;21", "children": [{"name": null, "role": "AXGroup", "description": null, "role_description": "group", "value": null, "position": "168.00;2876.00", "size": "208;21", "children": [{"name": null, "role": "AXDisclosureTriangle", "description": null, "role_description": "disclosure triangle", "value": 0, "position": "209.00;2877.00", "size": "13;19", "children": []}, {"name": null, "role": "AXTextField", "description": null, "role_description": "text field", "value": "1216381", "position": "222.00;2877.00", "size": "152;19", "children": []}]}, {"name": null, "role": "AXTextField", "description": null, "role_description": "text field", "value": "2023-12-14 16:10:27", "position": "377.00;2877.00", "size": "115;19", "children": []}, {"name": null, "role": "AXTextField", "description": null, "role_description": "text field", "value": "7 KB", "position": "495.00;2877.00", "size": "64;19", "children": []}, {"name": null, "role": "AXTextField", "description": null, "role_description": "text field", "value": "Folder", "position": "562.00;2877.00", "size": "137;19", "children": []}, {"name": null, "role": "AXTextField", "description": null, "role_description": "text field", "value": "6 KB", "position": "702.00;2877.00", "size": "60;19", "children": []}, {"name": null, "role": "AXTextField", "description": null, "role_description": "text field", "value": "drwxr-xr-x", "position": "765.00;2877.00", "size": "62;19", "children": []}, {"name": null, "role": "AXStaticText", "description": null, "role_description": "text", "value": "", "position": "830.00;2877.00", "size": "64;19", "children": []}, {"name": null, "role": "AXTextField", "description": null, "role_description": "text field", "value": "", "position": "897.00;2877.00", "size": "64;19", "children": []}, {"name": null, "role": "AXTextField", "description": null, "role_description": "text field", "value": "7 KB", "position": "964.00;2877.00", "size": "64;19", "children": []}, {"name": null, "role": "AXTextField", "description": null, "role_description": "text field", "value": "Store", "position": "1031.00;2877.00", "size": "64;19", "children": []}]}, {"name": null, "role": "AXRow", "description": null, "role_description": "outline row", "value": null, "position": "158.00;2897.00", "size": "953;21", "children": [{"name": null, "role": "AXGroup", "description": null, "role_description": "group", "value": null, "position": "168.00;2897.00", "size": "208;21", "children": [{"name": null, "role": "AXDisclosureTriangle", "description": null, "role_description": "disclosure triangle", "value": 0, "position": "209.00;2898.00", "size": "13;19", "children": []}, {"name": null, "role": "AXTextField", "description": null, "role_description": "text field", "value": "1216147", "position": "222.00;2898.00", "size": "152;19", "children": []}]}, {"name": null, "role": "AXTextField", "description": null, "role_description": "text field", "value": "2023-12-14 16:10:27", "position": "377.00;2898.00", "size": "115;19", "children": []}, {"name": null, "role": "AXTextField", "description": null, "role_description": "text field", "value": "6 KB", "position": "495.00;2898.00", "size": "64;19", "children": []}, {"name": null, "role": "AXTextField", "description": null, "role_description": "text field", "value": "Folder", "position": "562.00;2898.00", "size": "137;19", "children": []}, {"name": null, "role": "AXTextField", "description": null, "role_description": "text field", "value": "5 KB", "position": "702.00;2898.00", "size": "60;19", "children": []}, {"name": null, "role": "AXTextField", "description": null, "role_description": "text field", "value": "drwxr-xr-x", "position": "765.00;2898.00", "size": "62;19", "children": []}, {"name": null, "role": "AXStaticText", "description": null, "role_description": "text", "value": "", "position": "830.00;2898.00", "size": "64;19", "children": []}, {"name": null, "role": "AXTextField", "description": null, "role_description": "text field", "value": "", "position": "897.00;2898.00", "size": "64;19", "children": []}, {"name": null, "role": "AXTextField", "description": null, "role_description": "text field", "value": "6 KB", "position": "964.00;2898.00", "size": "64;19", "children": []}, {"name": null, "role": "AXTextField", "description": null, "role_description": "text field", "value": "Store", "position": "1031.00;2898.00", "size": "64;19", "children": []}]}, {"name": null, "role": "AXRow", "description": null, "role_description": "outline row", "value": null, "position": "158.00;2918.00", "size": "953;21", "children": [{"name": null, "role": "AXGroup", "description": null, "role_description": "group", "value": null, "position": "168.00;2918.00", "size": "208;21", "children": [{"name": null, "role": "AXDisclosureTriangle", "description": null, "role_description": "disclosure triangle", "value": 0, "position": "209.00;2919.00", "size": "13;19", "children": []}, {"name": null, "role": "AXTextField", "description": null, "role_description": "text field", "value": "1213435", "position": "222.00;2919.00", "size": "152;19", "children": []}]}, {"name": null, "role": "AXTextField", "description": null, "role_description": "text field", "value": "2023-12-14 16:10:27", "position": "377.00;2919.00", "size": "115;19", "children": []}, {"name": null, "role": "AXTextField", "description": null, "role_description": "text field", "value": "5 KB", "position": "495.00;2919.00", "size": "64;19", "children": []}, {"name": null, "role": "AXTextField", "description": null, "role_description": "text field", "value": "Folder", "position": "562.00;2919.00", "size": "137;19", "children": []}, {"name": null, "role": "AXTextField", "description": null, "role_description": "text field", "value": "4 KB", "position": "702.00;2919.00", "size": "60;19", "children": []}, {"name": null, "role": "AXTextField", "description": null, "role_description": "text field", "value": "drwxr-xr-x", "position": "765.00;2919.00", "size": "62;19", "children": []}, {"name": null, "role": "AXStaticText", "description": null, "role_description": "text", "value": "", "position": "830.00;2919.00", "size": "64;19", "children": []}, {"name": null, "role": "AXTextField", "description": null, "role_description": "text field", "value": "", "position": "897.00;2919.00", "size": "64;19", "children": []}, {"name": null, "role": "AXTextField", "description": null, "role_description": "text field", "value": "5 KB", "position": "964.00;2919.00", "size": "64;19", "children": []}, {"name": null, "role": "AXTextField", "description": null, "role_description": "text field", "value": "Store", "position": "1031.00;2919.00", "size": "64;19", "children": []}]}, {"name": null, "role": "AXRow", "description": null, "role_description": "outline row", "value": null, "position": "158.00;2939.00", "size": "953;21", "children": [{"name": null, "role": "AXGroup", "description": null, "role_description": "group", "value": null, "position": "168.00;2939.00", "size": "208;21", "children": [{"name": null, "role": "AXDisclosureTriangle", "description": null, "role_description": "disclosure triangle", "value": 0, "position": "209.00;2940.00", "size": "13;19", "children": []}, {"name": null, "role": "AXTextField", "description": null, "role_description": "text field", "value": "1211362", "position": "222.00;2940.00", "size": "152;19", "children": []}]}, {"name": null, "role": "AXTextField", "description": null, "role_description": "text field", "value": "2023-12-14 16:10:30", "position": "377.00;2940.00", "size": "115;19", "children": []}, {"name": null, "role": "AXTextField", "description": null, "role_description": "text field", "value": "9 KB", "position": "495.00;2940.00", "size": "64;19", "children": []}, {"name": null, "role": "AXTextField", "description": null, "role_description": "text field", "value": "Folder", "position": "562.00;2940.00", "size": "137;19", "children": []}, {"name": null, "role": "AXTextField", "description": null, "role_description": "text field", "value": "9 KB", "position": "702.00;2940.00", "size": "60;19", "children": []}, {"name": null, "role": "AXTextField", "description": null, "role_description": "text field", "value": "drwxr-xr-x", "position": "765.00;2940.00", "size": "62;19", "children": []}, {"name": null, "role": "AXStaticText", "description": null, "role_description": "text", "value": "", "position": "830.00;2940.00", "size": "64;19", "children": []}, {"name": null, "role": "AXTextField", "description": null, "role_description": "text field", "value": "", "position": "897.00;2940.00", "size": "64;19", "children": []}, {"name": null, "role": "AXTextField", "description": null, "role_description": "text field", "value": "9 KB", "position": "964.00;2940.00", "size": "64;19", "children": []}, {"name": null, "role": "AXTextField", "description": null, "role_description": "text field", "value": "Store", "position": "1031.00;2940.00", "size": "64;19", "children": []}]}, {"name": null, "role": "AXRow", "description": null, "role_description": "outline row", "value": null, "position": "158.00;2960.00", "size": "953;21", "children": [{"name": null, "role": "AXGroup", "description": null, "role_description": "group", "value": null, "position": "168.00;2960.00", "size": "208;21", "children": [{"name": null, "role": "AXDisclosureTriangle", "description": null, "role_description": "disclosure triangle", "value": 0, "position": "209.00;2961.00", "size": "13;19", "children": []}, {"name": null, "role": "AXTextField", "description": null, "role_description": "text field", "value": "1214610", "position": "222.00;2961.00", "size": "152;19", "children": []}]}, {"name": null, "role": "AXTextField", "description": null, "role_description": "text field", "value": "2023-12-14 16:10:29", "position": "377.00;2961.00", "size": "115;19", "children": []}, {"name": null, "role": "AXTextField", "description": null, "role_description": "text field", "value": "5 KB", "position": "495.00;2961.00", "size": "64;19", "children": []}, {"name": null, "role": "AXTextField", "description": null, "role_description": "text field", "value": "Folder", "position": "562.00;2961.00", "size": "137;19", "children": []}, {"name": null, "role": "AXTextField", "description": null, "role_description": "text field", "value": "5 KB", "position": "702.00;2961.00", "size": "60;19", "children": []}, {"name": null, "role": "AXTextField", "description": null, "role_description": "text field", "value": "drwxr-xr-x", "position": "765.00;2961.00", "size": "62;19", "children": []}, {"name": null, "role": "AXStaticText", "description": null, "role_description": "text", "value": "", "position": "830.00;2961.00", "size": "64;19", "children": []}, {"name": null, "role": "AXTextField", "description": null, "role_description": "text field", "value": "", "position": "897.00;2961.00", "size": "64;19", "children": []}, {"name": null, "role": "AXTextField", "description": null, "role_description": "text field", "value": "5 KB", "position": "964.00;2961.00", "size": "64;19", "children": []}, {"name": null, "role": "AXTextField", "description": null, "role_description": "text field", "value": "Store", "position": "1031.00;2961.00", "size": "64;19", "children": []}]}, {"name": null, "role": "AXRow", "description": null, "role_description": "outline row", "value": null, "position": "158.00;2981.00", "size": "953;21", "children": [{"name": null, "role": "AXGroup", "description": null, "role_description": "group", "value": null, "position": "168.00;2981.00", "size": "208;21", "children": [{"name": null, "role": "AXDisclosureTriangle", "description": null, "role_description": "disclosure triangle", "value": 0, "position": "209.00;2982.00", "size": "13;19", "children": []}, {"name": null, "role": "AXTextField", "description": null, "role_description": "text field", "value": "1210082", "position": "222.00;2982.00", "size": "152;19", "children": []}]}, {"name": null, "role": "AXTextField", "description": null, "role_description": "text field", "value": "2023-12-14 16:10:27", "position": "377.00;2982.00", "size": "115;19", "children": []}, {"name": null, "role": "AXTextField", "description": null, "role_description": "text field", "value": "3 KB", "position": "495.00;2982.00", "size": "64;19", "children": []}, {"name": null, "role": "AXTextField", "description": null, "role_description": "text field", "value": "Folder", "position": "562.00;2982.00", "size": "137;19", "children": []}, {"name": null, "role": "AXTextField", "description": null, "role_description": "text field", "value": "3 KB", "position": "702.00;2982.00", "size": "60;19", "children": []}, {"name": null, "role": "AXTextField", "description": null, "role_description": "text field", "value": "drwxr-xr-x", "position": "765.00;2982.00", "size": "62;19", "children": []}, {"name": null, "role": "AXStaticText", "description": null, "role_description": "text", "value": "", "position": "830.00;2982.00", "size": "64;19", "children": []}, {"name": null, "role": "AXTextField", "description": null, "role_description": "text field", "value": "", "position": "897.00;2982.00", "size": "64;19", "children": []}, {"name": null, "role": "AXTextField", "description": null, "role_description": "text field", "value": "3 KB", "position": "964.00;2982.00", "size": "64;19", "children": []}, {"name": null, "role": "AXTextField", "description": null, "role_description": "text field", "value": "Store", "position": "1031.00;2982.00", "size": "64;19", "children": []}]}, {"name": null, "role": "AXRow", "description": null, "role_description": "outline row", "value": null, "position": "158.00;3002.00", "size": "953;21", "children": [{"name": null, "role": "AXGroup", "description": null, "role_description": "group", "value": null, "position": "168.00;3002.00", "size": "208;21", "children": [{"name": null, "role": "AXDisclosureTriangle", "description": null, "role_description": "disclosure triangle", "value": 0, "position": "209.00;3003.00", "size": "13;19", "children": []}, {"name": null, "role": "AXTextField", "description": null, "role_description": "text field", "value": "1211150", "position": "222.00;3003.00", "size": "152;19", "children": []}]}, {"name": null, "role": "AXTextField", "description": null, "role_description": "text field", "value": "2023-12-14 16:10:31", "position": "377.00;3003.00", "size": "115;19", "children": []}, {"name": null, "role": "AXTextField", "description": null, "role_description": "text field", "value": "4 KB", "position": "495.00;3003.00", "size": "64;19", "children": []}, {"name": null, "role": "AXTextField", "description": null, "role_description": "text field", "value": "Folder", "position": "562.00;3003.00", "size": "137;19", "children": []}, {"name": null, "role": "AXTextField", "description": null, "role_description": "text field", "value": "4 KB", "position": "702.00;3003.00", "size": "60;19", "children": []}, {"name": null, "role": "AXTextField", "description": null, "role_description": "text field", "value": "drwxr-xr-x", "position": "765.00;3003.00", "size": "62;19", "children": []}, {"name": null, "role": "AXStaticText", "description": null, "role_description": "text", "value": "", "position": "830.00;3003.00", "size": "64;19", "children": []}, {"name": null, "role": "AXTextField", "description": null, "role_description": "text field", "value": "", "position": "897.00;3003.00", "size": "64;19", "children": []}, {"name": null, "role": "AXTextField", "description": null, "role_description": "text field", "value": "4 KB", "position": "964.00;3003.00", "size": "64;19", "children": []}, {"name": null, "role": "AXTextField", "description": null, "role_description": "text field", "value": "Store", "position": "1031.00;3003.00", "size": "64;19", "children": []}]}, {"name": null, "role": "AXRow", "description": null, "role_description": "outline row", "value": null, "position": "158.00;3023.00", "size": "953;21", "children": [{"name": null, "role": "AXGroup", "description": null, "role_description": "group", "value": null, "position": "168.00;3023.00", "size": "208;21", "children": [{"name": null, "role": "AXDisclosureTriangle", "description": null, "role_description": "disclosure triangle", "value": 0, "position": "209.00;3024.00", "size": "13;19", "children": []}, {"name": null, "role": "AXTextField", "description": null, "role_description": "text field", "value": "1216375", "position": "222.00;3024.00", "size": "152;19", "children": []}]}, {"name": null, "role": "AXTextField", "description": null, "role_description": "text field", "value": "2023-12-14 16:10:26", "position": "377.00;3024.00", "size": "115;19", "children": []}, {"name": null, "role": "AXTextField", "description": null, "role_description": "text field", "value": "5 KB", "position": "495.00;3024.00", "size": "64;19", "children": []}, {"name": null, "role": "AXTextField", "description": null, "role_description": "text field", "value": "Folder", "position": "562.00;3024.00", "size": "137;19", "children": []}, {"name": null, "role": "AXTextField", "description": null, "role_description": "text field", "value": "5 KB", "position": "702.00;3024.00", "size": "60;19", "children": []}, {"name": null, "role": "AXTextField", "description": null, "role_description": "text field", "value": "drwxr-xr-x", "position": "765.00;3024.00", "size": "62;19", "children": []}, {"name": null, "role": "AXStaticText", "description": null, "role_description": "text", "value": "", "position": "830.00;3024.00", "size": "64;19", "children": []}, {"name": null, "role": "AXTextField", "description": null, "role_description": "text field", "value": "", "position": "897.00;3024.00", "size": "64;19", "children": []}, {"name": null, "role": "AXTextField", "description": null, "role_description": "text field", "value": "5 KB", "position": "964.00;3024.00", "size": "64;19", "children": []}, {"name": null, "role": "AXTextField", "description": null, "role_description": "text field", "value": "Store", "position": "1031.00;3024.00", "size": "64;19", "children": []}]}, {"name": null, "role": "AXRow", "description": null, "role_description": "outline row", "value": null, "position": "158.00;3044.00", "size": "953;21", "children": [{"name": null, "role": "AXGroup", "description": null, "role_description": "group", "value": null, "position": "168.00;3044.00", "size": "208;21", "children": [{"name": null, "role": "AXDisclosureTriangle", "description": null, "role_description": "disclosure triangle", "value": 0, "position": "209.00;3045.00", "size": "13;19", "children": []}, {"name": null, "role": "AXTextField", "description": null, "role_description": "text field", "value": "1213607", "position": "222.00;3045.00", "size": "152;19", "children": []}]}, {"name": null, "role": "AXTextField", "description": null, "role_description": "text field", "value": "2023-12-14 16:10:27", "position": "377.00;3045.00", "size": "115;19", "children": []}, {"name": null, "role": "AXTextField", "description": null, "role_description": "text field", "value": "8 KB", "position": "495.00;3045.00", "size": "64;19", "children": []}, {"name": null, "role": "AXTextField", "description": null, "role_description": "text field", "value": "Folder", "position": "562.00;3045.00", "size": "137;19", "children": []}, {"name": null, "role": "AXTextField", "description": null, "role_description": "text field", "value": "8 KB", "position": "702.00;3045.00", "size": "60;19", "children": []}, {"name": null, "role": "AXTextField", "description": null, "role_description": "text field", "value": "drwxr-xr-x", "position": "765.00;3045.00", "size": "62;19", "children": []}, {"name": null, "role": "AXStaticText", "description": null, "role_description": "text", "value": "", "position": "830.00;3045.00", "size": "64;19", "children": []}, {"name": null, "role": "AXTextField", "description": null, "role_description": "text field", "value": "", "position": "897.00;3045.00", "size": "64;19", "children": []}, {"name": null, "role": "AXTextField", "description": null, "role_description": "text field", "value": "8 KB", "position": "964.00;3045.00", "size": "64;19", "children": []}, {"name": null, "role": "AXTextField", "description": null, "role_description": "text field", "value": "Store", "position": "1031.00;3045.00", "size": "64;19", "children": []}]}, {"name": null, "role": "AXRow", "description": null, "role_description": "outline row", "value": null, "position": "158.00;3065.00", "size": "953;21", "children": [{"name": null, "role": "AXGroup", "description": null, "role_description": "group", "value": null, "position": "168.00;3065.00", "size": "208;21", "children": [{"name": null, "role": "AXDisclosureTriangle", "description": null, "role_description": "disclosure triangle", "value": 0, "position": "209.00;3066.00", "size": "13;19", "children": []}, {"name": null, "role": "AXTextField", "description": null, "role_description": "text field", "value": "1215194", "position": "222.00;3066.00", "size": "152;19", "children": []}]}, {"name": null, "role": "AXTextField", "description": null, "role_description": "text field", "value": "2023-12-14 16:10:29", "position": "377.00;3066.00", "size": "115;19", "children": []}, {"name": null, "role": "AXTextField", "description": null, "role_description": "text field", "value": "5 KB", "position": "495.00;3066.00", "size": "64;19", "children": []}, {"name": null, "role": "AXTextField", "description": null, "role_description": "text field", "value": "Folder", "position": "562.00;3066.00", "size": "137;19", "children": []}, {"name": null, "role": "AXTextField", "description": null, "role_description": "text field", "value": "5 KB", "position": "702.00;3066.00", "size": "60;19", "children": []}, {"name": null, "role": "AXTextField", "description": null, "role_description": "text field", "value": "drwxr-xr-x", "position": "765.00;3066.00", "size": "62;19", "children": []}, {"name": null, "role": "AXStaticText", "description": null, "role_description": "text", "value": "", "position": "830.00;3066.00", "size": "64;19", "children": []}, {"name": null, "role": "AXTextField", "description": null, "role_description": "text field", "value": "", "position": "897.00;3066.00", "size": "64;19", "children": []}, {"name": null, "role": "AXTextField", "description": null, "role_description": "text field", "value": "5 KB", "position": "964.00;3066.00", "size": "64;19", "children": []}, {"name": null, "role": "AXTextField", "description": null, "role_description": "text field", "value": "Store", "position": "1031.00;3066.00", "size": "64;19", "children": []}]}, {"name": null, "role": "AXRow", "description": null, "role_description": "outline row", "value": null, "position": "158.00;3086.00", "size": "953;21", "children": [{"name": null, "role": "AXGroup", "description": null, "role_description": "group", "value": null, "position": "168.00;3086.00", "size": "208;21", "children": [{"name": null, "role": "AXDisclosureTriangle", "description": null, "role_description": "disclosure triangle", "value": 0, "position": "209.00;3087.00", "size": "13;19", "children": []}, {"name": null, "role": "AXTextField", "description": null, "role_description": "text field", "value": "1214046", "position": "222.00;3087.00", "size": "152;19", "children": []}]}, {"name": null, "role": "AXTextField", "description": null, "role_description": "text field", "value": "2023-12-14 16:10:27", "position": "377.00;3087.00", "size": "115;19", "children": []}, {"name": null, "role": "AXTextField", "description": null, "role_description": "text field", "value": "23 KB", "position": "495.00;3087.00", "size": "64;19", "children": []}, {"name": null, "role": "AXTextField", "description": null, "role_description": "text field", "value": "Folder", "position": "562.00;3087.00", "size": "137;19", "children": []}, {"name": null, "role": "AXTextField", "description": null, "role_description": "text field", "value": "22 KB", "position": "702.00;3087.00", "size": "60;19", "children": []}, {"name": null, "role": "AXTextField", "description": null, "role_description": "text field", "value": "drwxr-xr-x", "position": "765.00;3087.00", "size": "62;19", "children": []}, {"name": null, "role": "AXStaticText", "description": null, "role_description": "text", "value": "", "position": "830.00;3087.00", "size": "64;19", "children": []}, {"name": null, "role": "AXTextField", "description": null, "role_description": "text field", "value": "", "position": "897.00;3087.00", "size": "64;19", "children": []}, {"name": null, "role": "AXTextField", "description": null, "role_description": "text field", "value": "23 KB", "position": "964.00;3087.00", "size": "64;19", "children": []}, {"name": null, "role": "AXTextField", "description": null, "role_description": "text field", "value": "Store", "position": "1031.00;3087.00", "size": "64;19", "children": []}]}, {"name": null, "role": "AXRow", "description": null, "role_description": "outline row", "value": null, "position": "158.00;3107.00", "size": "953;21", "children": [{"name": null, "role": "AXGroup", "description": null, "role_description": "group", "value": null, "position": "168.00;3107.00", "size": "208;21", "children": [{"name": null, "role": "AXDisclosureTriangle", "description": null, "role_description": "disclosure triangle", "value": 0, "position": "209.00;3108.00", "size": "13;19", "children": []}, {"name": null, "role": "AXTextField", "description": null, "role_description": "text field", "value": "1219759", "position": "222.00;3108.00", "size": "152;19", "children": []}]}, {"name": null, "role": "AXTextField", "description": null, "role_description": "text field", "value": "2023-12-14 16:10:31", "position": "377.00;3108.00", "size": "115;19", "children": []}, {"name": null, "role": "AXTextField", "description": null, "role_description": "text field", "value": "5 KB", "position": "495.00;3108.00", "size": "64;19", "children": []}, {"name": null, "role": "AXTextField", "description": null, "role_description": "text field", "value": "Folder", "position": "562.00;3108.00", "size": "137;19", "children": []}, {"name": null, "role": "AXTextField", "description": null, "role_description": "text field", "value": "4 KB", "position": "702.00;3108.00", "size": "60;19", "children": []}, {"name": null, "role": "AXTextField", "description": null, "role_description": "text field", "value": "drwxr-xr-x", "position": "765.00;3108.00", "size": "62;19", "children": []}, {"name": null, "role": "AXStaticText", "description": null, "role_description": "text", "value": "", "position": "830.00;3108.00", "size": "64;19", "children": []}, {"name": null, "role": "AXTextField", "description": null, "role_description": "text field", "value": "", "position": "897.00;3108.00", "size": "64;19", "children": []}, {"name": null, "role": "AXTextField", "description": null, "role_description": "text field", "value": "5 KB", "position": "964.00;3108.00", "size": "64;19", "children": []}, {"name": null, "role": "AXTextField", "description": null, "role_description": "text field", "value": "Store", "position": "1031.00;3108.00", "size": "64;19", "children": []}]}, {"name": null, "role": "AXRow", "description": null, "role_description": "outline row", "value": null, "position": "158.00;3128.00", "size": "953;21", "children": [{"name": null, "role": "AXGroup", "description": null, "role_description": "group", "value": null, "position": "168.00;3128.00", "size": "208;21", "children": [{"name": null, "role": "AXDisclosureTriangle", "description": null, "role_description": "disclosure triangle", "value": 0, "position": "209.00;3129.00", "size": "13;19", "children": []}, {"name": null, "role": "AXTextField", "description": null, "role_description": "text field", "value": "1216523", "position": "222.00;3129.00", "size": "152;19", "children": []}]}, {"name": null, "role": "AXTextField", "description": null, "role_description": "text field", "value": "2023-12-14 16:10:26", "position": "377.00;3129.00", "size": "115;19", "children": []}, {"name": null, "role": "AXTextField", "description": null, "role_description": "text field", "value": "2 KB", "position": "495.00;3129.00", "size": "64;19", "children": []}, {"name": null, "role": "AXTextField", "description": null, "role_description": "text field", "value": "Folder", "position": "562.00;3129.00", "size": "137;19", "children": []}, {"name": null, "role": "AXTextField", "description": null, "role_description": "text field", "value": "2 KB", "position": "702.00;3129.00", "size": "60;19", "children": []}, {"name": null, "role": "AXTextField", "description": null, "role_description": "text field", "value": "drwxr-xr-x", "position": "765.00;3129.00", "size": "62;19", "children": []}, {"name": null, "role": "AXStaticText", "description": null, "role_description": "text", "value": "", "position": "830.00;3129.00", "size": "64;19", "children": []}, {"name": null, "role": "AXTextField", "description": null, "role_description": "text field", "value": "", "position": "897.00;3129.00", "size": "64;19", "children": []}, {"name": null, "role": "AXTextField", "description": null, "role_description": "text field", "value": "2 KB", "position": "964.00;3129.00", "size": "64;19", "children": []}, {"name": null, "role": "AXTextField", "description": null, "role_description": "text field", "value": "Store", "position": "1031.00;3129.00", "size": "64;19", "children": []}]}, {"name": null, "role": "AXRow", "description": null, "role_description": "outline row", "value": null, "position": "158.00;3149.00", "size": "953;21", "children": [{"name": null, "role": "AXGroup", "description": null, "role_description": "group", "value": null, "position": "168.00;3149.00", "size": "208;21", "children": [{"name": null, "role": "AXDisclosureTriangle", "description": null, "role_description": "disclosure triangle", "value": 0, "position": "209.00;3150.00", "size": "13;19", "children": []}, {"name": null, "role": "AXTextField", "description": null, "role_description": "text field", "value": "1212183", "position": "222.00;3150.00", "size": "152;19", "children": []}]}, {"name": null, "role": "AXTextField", "description": null, "role_description": "text field", "value": "2023-12-14 16:10:30", "position": "377.00;3150.00", "size": "115;19", "children": []}, {"name": null, "role": "AXTextField", "description": null, "role_description": "text field", "value": "5 KB", "position": "495.00;3150.00", "size": "64;19", "children": []}, {"name": null, "role": "AXTextField", "description": null, "role_description": "text field", "value": "Folder", "position": "562.00;3150.00", "size": "137;19", "children": []}, {"name": null, "role": "AXTextField", "description": null, "role_description": "text field", "value": "5 KB", "position": "702.00;3150.00", "size": "60;19", "children": []}, {"name": null, "role": "AXTextField", "description": null, "role_description": "text field", "value": "drwxr-xr-x", "position": "765.00;3150.00", "size": "62;19", "children": []}, {"name": null, "role": "AXStaticText", "description": null, "role_description": "text", "value": "", "position": "830.00;3150.00", "size": "64;19", "children": []}, {"name": null, "role": "AXTextField", "description": null, "role_description": "text field", "value": "", "position": "897.00;3150.00", "size": "64;19", "children": []}, {"name": null, "role": "AXTextField", "description": null, "role_description": "text field", "value": "5 KB", "position": "964.00;3150.00", "size": "64;19", "children": []}, {"name": null, "role": "AXTextField", "description": null, "role_description": "text field", "value": "Store", "position": "1031.00;3150.00", "size": "64;19", "children": []}]}, {"name": null, "role": "AXRow", "description": null, "role_description": "outline row", "value": null, "position": "158.00;3170.00", "size": "953;21", "children": [{"name": null, "role": "AXGroup", "description": null, "role_description": "group", "value": null, "position": "168.00;3170.00", "size": "208;21", "children": [{"name": null, "role": "AXDisclosureTriangle", "description": null, "role_description": "disclosure triangle", "value": 0, "position": "209.00;3171.00", "size": "13;19", "children": []}, {"name": null, "role": "AXTextField", "description": null, "role_description": "text field", "value": "1214274", "position": "222.00;3171.00", "size": "152;19", "children": []}]}, {"name": null, "role": "AXTextField", "description": null, "role_description": "text field", "value": "2023-12-14 16:10:29", "position": "377.00;3171.00", "size": "115;19", "children": []}, {"name": null, "role": "AXTextField", "description": null, "role_description": "text field", "value": "8 KB", "position": "495.00;3171.00", "size": "64;19", "children": []}, {"name": null, "role": "AXTextField", "description": null, "role_description": "text field", "value": "Folder", "position": "562.00;3171.00", "size": "137;19", "children": []}, {"name": null, "role": "AXTextField", "description": null, "role_description": "text field", "value": "8 KB", "position": "702.00;3171.00", "size": "60;19", "children": []}, {"name": null, "role": "AXTextField", "description": null, "role_description": "text field", "value": "drwxr-xr-x", "position": "765.00;3171.00", "size": "62;19", "children": []}, {"name": null, "role": "AXStaticText", "description": null, "role_description": "text", "value": "", "position": "830.00;3171.00", "size": "64;19", "children": []}, {"name": null, "role": "AXTextField", "description": null, "role_description": "text field", "value": "", "position": "897.00;3171.00", "size": "64;19", "children": []}, {"name": null, "role": "AXTextField", "description": null, "role_description": "text field", "value": "8 KB", "position": "964.00;3171.00", "size": "64;19", "children": []}, {"name": null, "role": "AXTextField", "description": null, "role_description": "text field", "value": "Store", "position": "1031.00;3171.00", "size": "64;19", "children": []}]}, {"name": null, "role": "AXRow", "description": null, "role_description": "outline row", "value": null, "position": "158.00;3191.00", "size": "953;21", "children": [{"name": null, "role": "AXGroup", "description": null, "role_description": "group", "value": null, "position": "168.00;3191.00", "size": "208;21", "children": [{"name": null, "role": "AXDisclosureTriangle", "description": null, "role_description": "disclosure triangle", "value": 0, "position": "209.00;3192.00", "size": "13;19", "children": []}, {"name": null, "role": "AXTextField", "description": null, "role_description": "text field", "value": "1210049", "position": "222.00;3192.00", "size": "152;19", "children": []}]}, {"name": null, "role": "AXTextField", "description": null, "role_description": "text field", "value": "2023-12-14 16:10:30", "position": "377.00;3192.00", "size": "115;19", "children": []}, {"name": null, "role": "AXTextField", "description": null, "role_description": "text field", "value": "5 KB", "position": "495.00;3192.00", "size": "64;19", "children": []}, {"name": null, "role": "AXTextField", "description": null, "role_description": "text field", "value": "Folder", "position": "562.00;3192.00", "size": "137;19", "children": []}, {"name": null, "role": "AXTextField", "description": null, "role_description": "text field", "value": "5 KB", "position": "702.00;3192.00", "size": "60;19", "children": []}, {"name": null, "role": "AXTextField", "description": null, "role_description": "text field", "value": "drwxr-xr-x", "position": "765.00;3192.00", "size": "62;19", "children": []}, {"name": null, "role": "AXStaticText", "description": null, "role_description": "text", "value": "", "position": "830.00;3192.00", "size": "64;19", "children": []}, {"name": null, "role": "AXTextField", "description": null, "role_description": "text field", "value": "", "position": "897.00;3192.00", "size": "64;19", "children": []}, {"name": null, "role": "AXTextField", "description": null, "role_description": "text field", "value": "5 KB", "position": "964.00;3192.00", "size": "64;19", "children": []}, {"name": null, "role": "AXTextField", "description": null, "role_description": "text field", "value": "Store", "position": "1031.00;3192.00", "size": "64;19", "children": []}]}, {"name": null, "role": "AXRow", "description": null, "role_description": "outline row", "value": null, "position": "158.00;3212.00", "size": "953;21", "children": [{"name": null, "role": "AXGroup", "description": null, "role_description": "group", "value": null, "position": "168.00;3212.00", "size": "208;21", "children": [{"name": null, "role": "AXDisclosureTriangle", "description": null, "role_description": "disclosure triangle", "value": 0, "position": "209.00;3213.00", "size": "13;19", "children": []}, {"name": null, "role": "AXTextField", "description": null, "role_description": "text field", "value": "1215709", "position": "222.00;3213.00", "size": "152;19", "children": []}]}, {"name": null, "role": "AXTextField", "description": null, "role_description": "text field", "value": "2023-12-14 16:10:30", "position": "377.00;3213.00", "size": "115;19", "children": []}, {"name": null, "role": "AXTextField", "description": null, "role_description": "text field", "value": "5 KB", "position": "495.00;3213.00", "size": "64;19", "children": []}, {"name": null, "role": "AXTextField", "description": null, "role_description": "text field", "value": "Folder", "position": "562.00;3213.00", "size": "137;19", "children": []}, {"name": null, "role": "AXTextField", "description": null, "role_description": "text field", "value": "5 KB", "position": "702.00;3213.00", "size": "60;19", "children": []}, {"name": null, "role": "AXTextField", "description": null, "role_description": "text field", "value": "drwxr-xr-x", "position": "765.00;3213.00", "size": "62;19", "children": []}, {"name": null, "role": "AXStaticText", "description": null, "role_description": "text", "value": "", "position": "830.00;3213.00", "size": "64;19", "children": []}, {"name": null, "role": "AXTextField", "description": null, "role_description": "text field", "value": "", "position": "897.00;3213.00", "size": "64;19", "children": []}, {"name": null, "role": "AXTextField", "description": null, "role_description": "text field", "value": "5 KB", "position": "964.00;3213.00", "size": "64;19", "children": []}, {"name": null, "role": "AXTextField", "description": null, "role_description": "text field", "value": "Store", "position": "1031.00;3213.00", "size": "64;19", "children": []}]}, {"name": null, "role": "AXRow", "description": null, "role_description": "outline row", "value": null, "position": "158.00;3233.00", "size": "953;21", "children": [{"name": null, "role": "AXGroup", "description": null, "role_description": "group", "value": null, "position": "168.00;3233.00", "size": "208;21", "children": [{"name": null, "role": "AXDisclosureTriangle", "description": null, "role_description": "disclosure triangle", "value": 0, "position": "209.00;3234.00", "size": "13;19", "children": []}, {"name": null, "role": "AXTextField", "description": null, "role_description": "text field", "value": "1212974", "position": "222.00;3234.00", "size": "152;19", "children": []}]}, {"name": null, "role": "AXTextField", "description": null, "role_description": "text field", "value": "2023-12-14 16:10:30", "position": "377.00;3234.00", "size": "115;19", "children": []}, {"name": null, "role": "AXTextField", "description": null, "role_description": "text field", "value": "16 KB", "position": "495.00;3234.00", "size": "64;19", "children": []}, {"name": null, "role": "AXTextField", "description": null, "role_description": "text field", "value": "Folder", "position": "562.00;3234.00", "size": "137;19", "children": []}, {"name": null, "role": "AXTextField", "description": null, "role_description": "text field", "value": "15 KB", "position": "702.00;3234.00", "size": "60;19", "children": []}, {"name": null, "role": "AXTextField", "description": null, "role_description": "text field", "value": "drwxr-xr-x", "position": "765.00;3234.00", "size": "62;19", "children": []}, {"name": null, "role": "AXStaticText", "description": null, "role_description": "text", "value": "", "position": "830.00;3234.00", "size": "64;19", "children": []}, {"name": null, "role": "AXTextField", "description": null, "role_description": "text field", "value": "", "position": "897.00;3234.00", "size": "64;19", "children": []}, {"name": null, "role": "AXTextField", "description": null, "role_description": "text field", "value": "16 KB", "position": "964.00;3234.00", "size": "64;19", "children": []}, {"name": null, "role": "AXTextField", "description": null, "role_description": "text field", "value": "Store", "position": "1031.00;3234.00", "size": "64;19", "children": []}]}, {"name": null, "role": "AXRow", "description": null, "role_description": "outline row", "value": null, "position": "158.00;3254.00", "size": "953;21", "children": [{"name": null, "role": "AXGroup", "description": null, "role_description": "group", "value": null, "position": "168.00;3254.00", "size": "208;21", "children": [{"name": null, "role": "AXDisclosureTriangle", "description": null, "role_description": "disclosure triangle", "value": 0, "position": "209.00;3255.00", "size": "13;19", "children": []}, {"name": null, "role": "AXTextField", "description": null, "role_description": "text field", "value": "1218472", "position": "222.00;3255.00", "size": "152;19", "children": []}]}, {"name": null, "role": "AXTextField", "description": null, "role_description": "text field", "value": "2023-12-14 16:10:28", "position": "377.00;3255.00", "size": "115;19", "children": []}, {"name": null, "role": "AXTextField", "description": null, "role_description": "text field", "value": "5 KB", "position": "495.00;3255.00", "size": "64;19", "children": []}, {"name": null, "role": "AXTextField", "description": null, "role_description": "text field", "value": "Folder", "position": "562.00;3255.00", "size": "137;19", "children": []}, {"name": null, "role": "AXTextField", "description": null, "role_description": "text field", "value": "5 KB", "position": "702.00;3255.00", "size": "60;19", "children": []}, {"name": null, "role": "AXTextField", "description": null, "role_description": "text field", "value": "drwxr-xr-x", "position": "765.00;3255.00", "size": "62;19", "children": []}, {"name": null, "role": "AXStaticText", "description": null, "role_description": "text", "value": "", "position": "830.00;3255.00", "size": "64;19", "children": []}, {"name": null, "role": "AXTextField", "description": null, "role_description": "text field", "value": "", "position": "897.00;3255.00", "size": "64;19", "children": []}, {"name": null, "role": "AXTextField", "description": null, "role_description": "text field", "value": "5 KB", "position": "964.00;3255.00", "size": "64;19", "children": []}, {"name": null, "role": "AXTextField", "description": null, "role_description": "text field", "value": "Store", "position": "1031.00;3255.00", "size": "64;19", "children": []}]}, {"name": null, "role": "AXRow", "description": null, "role_description": "outline row", "value": null, "position": "158.00;3275.00", "size": "953;21", "children": [{"name": null, "role": "AXGroup", "description": null, "role_description": "group", "value": null, "position": "168.00;3275.00", "size": "208;21", "children": [{"name": null, "role": "AXDisclosureTriangle", "description": null, "role_description": "disclosure triangle", "value": 0, "position": "209.00;3276.00", "size": "13;19", "children": []}, {"name": null, "role": "AXTextField", "description": null, "role_description": "text field", "value": "1212148", "position": "222.00;3276.00", "size": "152;19", "children": []}]}, {"name": null, "role": "AXTextField", "description": null, "role_description": "text field", "value": "2023-12-14 16:10:28", "position": "377.00;3276.00", "size": "115;19", "children": []}, {"name": null, "role": "AXTextField", "description": null, "role_description": "text field", "value": "2 KB", "position": "495.00;3276.00", "size": "64;19", "children": []}, {"name": null, "role": "AXTextField", "description": null, "role_description": "text field", "value": "Folder", "position": "562.00;3276.00", "size": "137;19", "children": []}, {"name": null, "role": "AXTextField", "description": null, "role_description": "text field", "value": "2 KB", "position": "702.00;3276.00", "size": "60;19", "children": []}, {"name": null, "role": "AXTextField", "description": null, "role_description": "text field", "value": "drwxr-xr-x", "position": "765.00;3276.00", "size": "62;19", "children": []}, {"name": null, "role": "AXStaticText", "description": null, "role_description": "text", "value": "", "position": "830.00;3276.00", "size": "64;19", "children": []}, {"name": null, "role": "AXTextField", "description": null, "role_description": "text field", "value": "", "position": "897.00;3276.00", "size": "64;19", "children": []}, {"name": null, "role": "AXTextField", "description": null, "role_description": "text field", "value": "2 KB", "position": "964.00;3276.00", "size": "64;19", "children": []}, {"name": null, "role": "AXTextField", "description": null, "role_description": "text field", "value": "Store", "position": "1031.00;3276.00", "size": "64;19", "children": []}]}, {"name": null, "role": "AXRow", "description": null, "role_description": "outline row", "value": null, "position": "158.00;3296.00", "size": "953;21", "children": [{"name": null, "role": "AXGroup", "description": null, "role_description": "group", "value": null, "position": "168.00;3296.00", "size": "208;21", "children": [{"name": null, "role": "AXDisclosureTriangle", "description": null, "role_description": "disclosure triangle", "value": 0, "position": "209.00;3297.00", "size": "13;19", "children": []}, {"name": null, "role": "AXTextField", "description": null, "role_description": "text field", "value": "1217608", "position": "222.00;3297.00", "size": "152;19", "children": []}]}, {"name": null, "role": "AXTextField", "description": null, "role_description": "text field", "value": "2023-12-14 16:10:29", "position": "377.00;3297.00", "size": "115;19", "children": []}, {"name": null, "role": "AXTextField", "description": null, "role_description": "text field", "value": "6 KB", "position": "495.00;3297.00", "size": "64;19", "children": []}, {"name": null, "role": "AXTextField", "description": null, "role_description": "text field", "value": "Folder", "position": "562.00;3297.00", "size": "137;19", "children": []}, {"name": null, "role": "AXTextField", "description": null, "role_description": "text field", "value": "6 KB", "position": "702.00;3297.00", "size": "60;19", "children": []}, {"name": null, "role": "AXTextField", "description": null, "role_description": "text field", "value": "drwxr-xr-x", "position": "765.00;3297.00", "size": "62;19", "children": []}, {"name": null, "role": "AXStaticText", "description": null, "role_description": "text", "value": "", "position": "830.00;3297.00", "size": "64;19", "children": []}, {"name": null, "role": "AXTextField", "description": null, "role_description": "text field", "value": "", "position": "897.00;3297.00", "size": "64;19", "children": []}, {"name": null, "role": "AXTextField", "description": null, "role_description": "text field", "value": "6 KB", "position": "964.00;3297.00", "size": "64;19", "children": []}, {"name": null, "role": "AXTextField", "description": null, "role_description": "text field", "value": "Store", "position": "1031.00;3297.00", "size": "64;19", "children": []}]}, {"name": null, "role": "AXRow", "description": null, "role_description": "outline row", "value": null, "position": "158.00;3317.00", "size": "953;21", "children": [{"name": null, "role": "AXGroup", "description": null, "role_description": "group", "value": null, "position": "168.00;3317.00", "size": "208;21", "children": [{"name": null, "role": "AXDisclosureTriangle", "description": null, "role_description": "disclosure triangle", "value": 0, "position": "209.00;3318.00", "size": "13;19", "children": []}, {"name": null, "role": "AXTextField", "description": null, "role_description": "text field", "value": "1219792", "position": "222.00;3318.00", "size": "152;19", "children": []}]}, {"name": null, "role": "AXTextField", "description": null, "role_description": "text field", "value": "2023-12-14 16:10:27", "position": "377.00;3318.00", "size": "115;19", "children": []}, {"name": null, "role": "AXTextField", "description": null, "role_description": "text field", "value": "4 KB", "position": "495.00;3318.00", "size": "64;19", "children": []}, {"name": null, "role": "AXTextField", "description": null, "role_description": "text field", "value": "Folder", "position": "562.00;3318.00", "size": "137;19", "children": []}, {"name": null, "role": "AXTextField", "description": null, "role_description": "text field", "value": "3 KB", "position": "702.00;3318.00", "size": "60;19", "children": []}, {"name": null, "role": "AXTextField", "description": null, "role_description": "text field", "value": "drwxr-xr-x", "position": "765.00;3318.00", "size": "62;19", "children": []}, {"name": null, "role": "AXStaticText", "description": null, "role_description": "text", "value": "", "position": "830.00;3318.00", "size": "64;19", "children": []}, {"name": null, "role": "AXTextField", "description": null, "role_description": "text field", "value": "", "position": "897.00;3318.00", "size": "64;19", "children": []}, {"name": null, "role": "AXTextField", "description": null, "role_description": "text field", "value": "4 KB", "position": "964.00;3318.00", "size": "64;19", "children": []}, {"name": null, "role": "AXTextField", "description": null, "role_description": "text field", "value": "Store", "position": "1031.00;3318.00", "size": "64;19", "children": []}]}, {"name": null, "role": "AXRow", "description": null, "role_description": "outline row", "value": null, "position": "158.00;3338.00", "size": "953;21", "children": [{"name": null, "role": "AXGroup", "description": null, "role_description": "group", "value": null, "position": "168.00;3338.00", "size": "208;21", "children": [{"name": null, "role": "AXDisclosureTriangle", "description": null, "role_description": "disclosure triangle", "value": 0, "position": "209.00;3339.00", "size": "13;19", "children": []}, {"name": null, "role": "AXTextField", "description": null, "role_description": "text field", "value": "1215963", "position": "222.00;3339.00", "size": "152;19", "children": []}]}, {"name": null, "role": "AXTextField", "description": null, "role_description": "text field", "value": "2023-12-14 16:10:28", "position": "377.00;3339.00", "size": "115;19", "children": []}, {"name": null, "role": "AXTextField", "description": null, "role_description": "text field", "value": "7 KB", "position": "495.00;3339.00", "size": "64;19", "children": []}, {"name": null, "role": "AXTextField", "description": null, "role_description": "text field", "value": "Folder", "position": "562.00;3339.00", "size": "137;19", "children": []}, {"name": null, "role": "AXTextField", "description": null, "role_description": "text field", "value": "6 KB", "position": "702.00;3339.00", "size": "60;19", "children": []}, {"name": null, "role": "AXTextField", "description": null, "role_description": "text field", "value": "drwxr-xr-x", "position": "765.00;3339.00", "size": "62;19", "children": []}, {"name": null, "role": "AXStaticText", "description": null, "role_description": "text", "value": "", "position": "830.00;3339.00", "size": "64;19", "children": []}, {"name": null, "role": "AXTextField", "description": null, "role_description": "text field", "value": "", "position": "897.00;3339.00", "size": "64;19", "children": []}, {"name": null, "role": "AXTextField", "description": null, "role_description": "text field", "value": "7 KB", "position": "964.00;3339.00", "size": "64;19", "children": []}, {"name": null, "role": "AXTextField", "description": null, "role_description": "text field", "value": "Store", "position": "1031.00;3339.00", "size": "64;19", "children": []}]}, {"name": null, "role": "AXRow", "description": null, "role_description": "outline row", "value": null, "position": "158.00;3359.00", "size": "953;21", "children": [{"name": null, "role": "AXGroup", "description": null, "role_description": "group", "value": null, "position": "168.00;3359.00", "size": "208;21", "children": [{"name": null, "role": "AXDisclosureTriangle", "description": null, "role_description": "disclosure triangle", "value": 0, "position": "209.00;3360.00", "size": "13;19", "children": []}, {"name": null, "role": "AXTextField", "description": null, "role_description": "text field", "value": "1211739", "position": "222.00;3360.00", "size": "152;19", "children": []}]}, {"name": null, "role": "AXTextField", "description": null, "role_description": "text field", "value": "2023-12-14 16:10:26", "position": "377.00;3360.00", "size": "115;19", "children": []}, {"name": null, "role": "AXTextField", "description": null, "role_description": "text field", "value": "3 KB", "position": "495.00;3360.00", "size": "64;19", "children": []}, {"name": null, "role": "AXTextField", "description": null, "role_description": "text field", "value": "Folder", "position": "562.00;3360.00", "size": "137;19", "children": []}, {"name": null, "role": "AXTextField", "description": null, "role_description": "text field", "value": "3 KB", "position": "702.00;3360.00", "size": "60;19", "children": []}, {"name": null, "role": "AXTextField", "description": null, "role_description": "text field", "value": "drwxr-xr-x", "position": "765.00;3360.00", "size": "62;19", "children": []}, {"name": null, "role": "AXStaticText", "description": null, "role_description": "text", "value": "", "position": "830.00;3360.00", "size": "64;19", "children": []}, {"name": null, "role": "AXTextField", "description": null, "role_description": "text field", "value": "", "position": "897.00;3360.00", "size": "64;19", "children": []}, {"name": null, "role": "AXTextField", "description": null, "role_description": "text field", "value": "3 KB", "position": "964.00;3360.00", "size": "64;19", "children": []}, {"name": null, "role": "AXTextField", "description": null, "role_description": "text field", "value": "Store", "position": "1031.00;3360.00", "size": "64;19", "children": []}]}, {"name": null, "role": "AXRow", "description": null, "role_description": "outline row", "value": null, "position": "158.00;3380.00", "size": "953;21", "children": [{"name": null, "role": "AXGroup", "description": null, "role_description": "group", "value": null, "position": "168.00;3380.00", "size": "208;21", "children": [{"name": null, "role": "AXDisclosureTriangle", "description": null, "role_description": "disclosure triangle", "value": 0, "position": "209.00;3381.00", "size": "13;19", "children": []}, {"name": null, "role": "AXTextField", "description": null, "role_description": "text field", "value": "1215399", "position": "222.00;3381.00", "size": "152;19", "children": []}]}, {"name": null, "role": "AXTextField", "description": null, "role_description": "text field", "value": "2023-12-14 16:10:26", "position": "377.00;3381.00", "size": "115;19", "children": []}, {"name": null, "role": "AXTextField", "description": null, "role_description": "text field", "value": "4 KB", "position": "495.00;3381.00", "size": "64;19", "children": []}, {"name": null, "role": "AXTextField", "description": null, "role_description": "text field", "value": "Folder", "position": "562.00;3381.00", "size": "137;19", "children": []}, {"name": null, "role": "AXTextField", "description": null, "role_description": "text field", "value": "4 KB", "position": "702.00;3381.00", "size": "60;19", "children": []}, {"name": null, "role": "AXTextField", "description": null, "role_description": "text field", "value": "drwxr-xr-x", "position": "765.00;3381.00", "size": "62;19", "children": []}, {"name": null, "role": "AXStaticText", "description": null, "role_description": "text", "value": "", "position": "830.00;3381.00", "size": "64;19", "children": []}, {"name": null, "role": "AXTextField", "description": null, "role_description": "text field", "value": "", "position": "897.00;3381.00", "size": "64;19", "children": []}, {"name": null, "role": "AXTextField", "description": null, "role_description": "text field", "value": "4 KB", "position": "964.00;3381.00", "size": "64;19", "children": []}, {"name": null, "role": "AXTextField", "description": null, "role_description": "text field", "value": "Store", "position": "1031.00;3381.00", "size": "64;19", "children": []}]}, {"name": null, "role": "AXRow", "description": null, "role_description": "outline row", "value": null, "position": "158.00;3401.00", "size": "953;21", "children": [{"name": null, "role": "AXGroup", "description": null, "role_description": "group", "value": null, "position": "168.00;3401.00", "size": "208;21", "children": [{"name": null, "role": "AXDisclosureTriangle", "description": null, "role_description": "disclosure triangle", "value": 0, "position": "209.00;3402.00", "size": "13;19", "children": []}, {"name": null, "role": "AXTextField", "description": null, "role_description": "text field", "value": "1212980", "position": "222.00;3402.00", "size": "152;19", "children": []}]}, {"name": null, "role": "AXTextField", "description": null, "role_description": "text field", "value": "2023-12-14 16:10:29", "position": "377.00;3402.00", "size": "115;19", "children": []}, {"name": null, "role": "AXTextField", "description": null, "role_description": "text field", "value": "4 KB", "position": "495.00;3402.00", "size": "64;19", "children": []}, {"name": null, "role": "AXTextField", "description": null, "role_description": "text field", "value": "Folder", "position": "562.00;3402.00", "size": "137;19", "children": []}, {"name": null, "role": "AXTextField", "description": null, "role_description": "text field", "value": "4 KB", "position": "702.00;3402.00", "size": "60;19", "children": []}, {"name": null, "role": "AXTextField", "description": null, "role_description": "text field", "value": "drwxr-xr-x", "position": "765.00;3402.00", "size": "62;19", "children": []}, {"name": null, "role": "AXStaticText", "description": null, "role_description": "text", "value": "", "position": "830.00;3402.00", "size": "64;19", "children": []}, {"name": null, "role": "AXTextField", "description": null, "role_description": "text field", "value": "", "position": "897.00;3402.00", "size": "64;19", "children": []}, {"name": null, "role": "AXTextField", "description": null, "role_description": "text field", "value": "4 KB", "position": "964.00;3402.00", "size": "64;19", "children": []}, {"name": null, "role": "AXTextField", "description": null, "role_description": "text field", "value": "Store", "position": "1031.00;3402.00", "size": "64;19", "children": []}]}, {"name": null, "role": "AXRow", "description": null, "role_description": "outline row", "value": null, "position": "158.00;3422.00", "size": "953;21", "children": [{"name": null, "role": "AXGroup", "description": null, "role_description": "group", "value": null, "position": "168.00;3422.00", "size": "208;21", "children": [{"name": null, "role": "AXDisclosureTriangle", "description": null, "role_description": "disclosure triangle", "value": 0, "position": "209.00;3423.00", "size": "13;19", "children": []}, {"name": null, "role": "AXTextField", "description": null, "role_description": "text field", "value": "1218486", "position": "222.00;3423.00", "size": "152;19", "children": []}]}, {"name": null, "role": "AXTextField", "description": null, "role_description": "text field", "value": "2023-12-14 16:10:31", "position": "377.00;3423.00", "size": "115;19", "children": []}, {"name": null, "role": "AXTextField", "description": null, "role_description": "text field", "value": "8 KB", "position": "495.00;3423.00", "size": "64;19", "children": []}, {"name": null, "role": "AXTextField", "description": null, "role_description": "text field", "value": "Folder", "position": "562.00;3423.00", "size": "137;19", "children": []}, {"name": null, "role": "AXTextField", "description": null, "role_description": "text field", "value": "8 KB", "position": "702.00;3423.00", "size": "60;19", "children": []}, {"name": null, "role": "AXTextField", "description": null, "role_description": "text field", "value": "drwxr-xr-x", "position": "765.00;3423.00", "size": "62;19", "children": []}, {"name": null, "role": "AXStaticText", "description": null, "role_description": "text", "value": "", "position": "830.00;3423.00", "size": "64;19", "children": []}, {"name": null, "role": "AXTextField", "description": null, "role_description": "text field", "value": "", "position": "897.00;3423.00", "size": "64;19", "children": []}, {"name": null, "role": "AXTextField", "description": null, "role_description": "text field", "value": "8 KB", "position": "964.00;3423.00", "size": "64;19", "children": []}, {"name": null, "role": "AXTextField", "description": null, "role_description": "text field", "value": "Store", "position": "1031.00;3423.00", "size": "64;19", "children": []}]}, {"name": null, "role": "AXRow", "description": null, "role_description": "outline row", "value": null, "position": "158.00;3443.00", "size": "953;21", "children": [{"name": null, "role": "AXGroup", "description": null, "role_description": "group", "value": null, "position": "168.00;3443.00", "size": "208;21", "children": [{"name": null, "role": "AXDisclosureTriangle", "description": null, "role_description": "disclosure triangle", "value": 0, "position": "209.00;3444.00", "size": "13;19", "children": []}, {"name": null, "role": "AXTextField", "description": null, "role_description": "text field", "value": "1219554", "position": "222.00;3444.00", "size": "152;19", "children": []}]}, {"name": null, "role": "AXTextField", "description": null, "role_description": "text field", "value": "2023-12-14 16:10:26", "position": "377.00;3444.00", "size": "115;19", "children": []}, {"name": null, "role": "AXTextField", "description": null, "role_description": "text field", "value": "6 KB", "position": "495.00;3444.00", "size": "64;19", "children": []}, {"name": null, "role": "AXTextField", "description": null, "role_description": "text field", "value": "Folder", "position": "562.00;3444.00", "size": "137;19", "children": []}, {"name": null, "role": "AXTextField", "description": null, "role_description": "text field", "value": "6 KB", "position": "702.00;3444.00", "size": "60;19", "children": []}, {"name": null, "role": "AXTextField", "description": null, "role_description": "text field", "value": "drwxr-xr-x", "position": "765.00;3444.00", "size": "62;19", "children": []}, {"name": null, "role": "AXStaticText", "description": null, "role_description": "text", "value": "", "position": "830.00;3444.00", "size": "64;19", "children": []}, {"name": null, "role": "AXTextField", "description": null, "role_description": "text field", "value": "", "position": "897.00;3444.00", "size": "64;19", "children": []}, {"name": null, "role": "AXTextField", "description": null, "role_description": "text field", "value": "6 KB", "position": "964.00;3444.00", "size": "64;19", "children": []}, {"name": null, "role": "AXTextField", "description": null, "role_description": "text field", "value": "Store", "position": "1031.00;3444.00", "size": "64;19", "children": []}]}, {"name": null, "role": "AXRow", "description": null, "role_description": "outline row", "value": null, "position": "158.00;3464.00", "size": "953;21", "children": [{"name": null, "role": "AXGroup", "description": null, "role_description": "group", "value": null, "position": "168.00;3464.00", "size": "208;21", "children": [{"name": null, "role": "AXDisclosureTriangle", "description": null, "role_description": "disclosure triangle", "value": 0, "position": "209.00;3465.00", "size": "13;19", "children": []}, {"name": null, "role": "AXTextField", "description": null, "role_description": "text field", "value": "1219766", "position": "222.00;3465.00", "size": "152;19", "children": []}]}, {"name": null, "role": "AXTextField", "description": null, "role_description": "text field", "value": "2023-12-14 16:10:31", "position": "377.00;3465.00", "size": "115;19", "children": []}, {"name": null, "role": "AXTextField", "description": null, "role_description": "text field", "value": "4 KB", "position": "495.00;3465.00", "size": "64;19", "children": []}, {"name": null, "role": "AXTextField", "description": null, "role_description": "text field", "value": "Folder", "position": "562.00;3465.00", "size": "137;19", "children": []}, {"name": null, "role": "AXTextField", "description": null, "role_description": "text field", "value": "4 KB", "position": "702.00;3465.00", "size": "60;19", "children": []}, {"name": null, "role": "AXTextField", "description": null, "role_description": "text field", "value": "drwxr-xr-x", "position": "765.00;3465.00", "size": "62;19", "children": []}, {"name": null, "role": "AXStaticText", "description": null, "role_description": "text", "value": "", "position": "830.00;3465.00", "size": "64;19", "children": []}, {"name": null, "role": "AXTextField", "description": null, "role_description": "text field", "value": "", "position": "897.00;3465.00", "size": "64;19", "children": []}, {"name": null, "role": "AXTextField", "description": null, "role_description": "text field", "value": "4 KB", "position": "964.00;3465.00", "size": "64;19", "children": []}, {"name": null, "role": "AXTextField", "description": null, "role_description": "text field", "value": "Store", "position": "1031.00;3465.00", "size": "64;19", "children": []}]}, {"name": null, "role": "AXRow", "description": null, "role_description": "outline row", "value": null, "position": "158.00;3485.00", "size": "953;21", "children": [{"name": null, "role": "AXGroup", "description": null, "role_description": "group", "value": null, "position": "168.00;3485.00", "size": "208;21", "children": [{"name": null, "role": "AXDisclosureTriangle", "description": null, "role_description": "disclosure triangle", "value": 0, "position": "209.00;3486.00", "size": "13;19", "children": []}, {"name": null, "role": "AXTextField", "description": null, "role_description": "text field", "value": "1215997", "position": "222.00;3486.00", "size": "152;19", "children": []}]}, {"name": null, "role": "AXTextField", "description": null, "role_description": "text field", "value": "2023-12-14 16:10:29", "position": "377.00;3486.00", "size": "115;19", "children": []}, {"name": null, "role": "AXTextField", "description": null, "role_description": "text field", "value": "4 KB", "position": "495.00;3486.00", "size": "64;19", "children": []}, {"name": null, "role": "AXTextField", "description": null, "role_description": "text field", "value": "Folder", "position": "562.00;3486.00", "size": "137;19", "children": []}, {"name": null, "role": "AXTextField", "description": null, "role_description": "text field", "value": "4 KB", "position": "702.00;3486.00", "size": "60;19", "children": []}, {"name": null, "role": "AXTextField", "description": null, "role_description": "text field", "value": "drwxr-xr-x", "position": "765.00;3486.00", "size": "62;19", "children": []}, {"name": null, "role": "AXStaticText", "description": null, "role_description": "text", "value": "", "position": "830.00;3486.00", "size": "64;19", "children": []}, {"name": null, "role": "AXTextField", "description": null, "role_description": "text field", "value": "", "position": "897.00;3486.00", "size": "64;19", "children": []}, {"name": null, "role": "AXTextField", "description": null, "role_description": "text field", "value": "4 KB", "position": "964.00;3486.00", "size": "64;19", "children": []}, {"name": null, "role": "AXTextField", "description": null, "role_description": "text field", "value": "Store", "position": "1031.00;3486.00", "size": "64;19", "children": []}]}, {"name": null, "role": "AXRow", "description": null, "role_description": "outline row", "value": null, "position": "158.00;3506.00", "size": "953;21", "children": [{"name": null, "role": "AXGroup", "description": null, "role_description": "group", "value": null, "position": "168.00;3506.00", "size": "208;21", "children": [{"name": null, "role": "AXDisclosureTriangle", "description": null, "role_description": "disclosure triangle", "value": 0, "position": "209.00;3507.00", "size": "13;19", "children": []}, {"name": null, "role": "AXTextField", "description": null, "role_description": "text field", "value": "1214845", "position": "222.00;3507.00", "size": "152;19", "children": []}]}, {"name": null, "role": "AXTextField", "description": null, "role_description": "text field", "value": "2023-12-14 16:10:26", "position": "377.00;3507.00", "size": "115;19", "children": []}, {"name": null, "role": "AXTextField", "description": null, "role_description": "text field", "value": "6 KB", "position": "495.00;3507.00", "size": "64;19", "children": []}, {"name": null, "role": "AXTextField", "description": null, "role_description": "text field", "value": "Folder", "position": "562.00;3507.00", "size": "137;19", "children": []}, {"name": null, "role": "AXTextField", "description": null, "role_description": "text field", "value": "6 KB", "position": "702.00;3507.00", "size": "60;19", "children": []}, {"name": null, "role": "AXTextField", "description": null, "role_description": "text field", "value": "drwxr-xr-x", "position": "765.00;3507.00", "size": "62;19", "children": []}, {"name": null, "role": "AXStaticText", "description": null, "role_description": "text", "value": "", "position": "830.00;3507.00", "size": "64;19", "children": []}, {"name": null, "role": "AXTextField", "description": null, "role_description": "text field", "value": "", "position": "897.00;3507.00", "size": "64;19", "children": []}, {"name": null, "role": "AXTextField", "description": null, "role_description": "text field", "value": "6 KB", "position": "964.00;3507.00", "size": "64;19", "children": []}, {"name": null, "role": "AXTextField", "description": null, "role_description": "text field", "value": "Store", "position": "1031.00;3507.00", "size": "64;19", "children": []}]}, {"name": null, "role": "AXRow", "description": null, "role_description": "outline row", "value": null, "position": "158.00;3527.00", "size": "953;21", "children": [{"name": null, "role": "AXGroup", "description": null, "role_description": "group", "value": null, "position": "168.00;3527.00", "size": "208;21", "children": [{"name": null, "role": "AXDisclosureTriangle", "description": null, "role_description": "disclosure triangle", "value": 0, "position": "209.00;3528.00", "size": "13;19", "children": []}, {"name": null, "role": "AXTextField", "description": null, "role_description": "text field", "value": "1214079", "position": "222.00;3528.00", "size": "152;19", "children": []}]}, {"name": null, "role": "AXTextField", "description": null, "role_description": "text field", "value": "2023-12-14 16:10:27", "position": "377.00;3528.00", "size": "115;19", "children": []}, {"name": null, "role": "AXTextField", "description": null, "role_description": "text field", "value": "33 KB", "position": "495.00;3528.00", "size": "64;19", "children": []}, {"name": null, "role": "AXTextField", "description": null, "role_description": "text field", "value": "Folder", "position": "562.00;3528.00", "size": "137;19", "children": []}, {"name": null, "role": "AXTextField", "description": null, "role_description": "text field", "value": "31 KB", "position": "702.00;3528.00", "size": "60;19", "children": []}, {"name": null, "role": "AXTextField", "description": null, "role_description": "text field", "value": "drwxr-xr-x", "position": "765.00;3528.00", "size": "62;19", "children": []}, {"name": null, "role": "AXStaticText", "description": null, "role_description": "text", "value": "", "position": "830.00;3528.00", "size": "64;19", "children": []}, {"name": null, "role": "AXTextField", "description": null, "role_description": "text field", "value": "", "position": "897.00;3528.00", "size": "64;19", "children": []}, {"name": null, "role": "AXTextField", "description": null, "role_description": "text field", "value": "33 KB", "position": "964.00;3528.00", "size": "64;19", "children": []}, {"name": null, "role": "AXTextField", "description": null, "role_description": "text field", "value": "Store", "position": "1031.00;3528.00", "size": "64;19", "children": []}]}, {"name": null, "role": "AXRow", "description": null, "role_description": "outline row", "value": null, "position": "158.00;3548.00", "size": "953;21", "children": [{"name": null, "role": "AXGroup", "description": null, "role_description": "group", "value": null, "position": "168.00;3548.00", "size": "208;21", "children": [{"name": null, "role": "AXDisclosureTriangle", "description": null, "role_description": "disclosure triangle", "value": 0, "position": "209.00;3549.00", "size": "13;19", "children": []}, {"name": null, "role": "AXTextField", "description": null, "role_description": "text field", "value": "1210881", "position": "222.00;3549.00", "size": "152;19", "children": []}]}, {"name": null, "role": "AXTextField", "description": null, "role_description": "text field", "value": "2023-12-14 16:10:27", "position": "377.00;3549.00", "size": "115;19", "children": []}, {"name": null, "role": "AXTextField", "description": null, "role_description": "text field", "value": "5 KB", "position": "495.00;3549.00", "size": "64;19", "children": []}, {"name": null, "role": "AXTextField", "description": null, "role_description": "text field", "value": "Folder", "position": "562.00;3549.00", "size": "137;19", "children": []}, {"name": null, "role": "AXTextField", "description": null, "role_description": "text field", "value": "5 KB", "position": "702.00;3549.00", "size": "60;19", "children": []}, {"name": null, "role": "AXTextField", "description": null, "role_description": "text field", "value": "drwxr-xr-x", "position": "765.00;3549.00", "size": "62;19", "children": []}, {"name": null, "role": "AXStaticText", "description": null, "role_description": "text", "value": "", "position": "830.00;3549.00", "size": "64;19", "children": []}, {"name": null, "role": "AXTextField", "description": null, "role_description": "text field", "value": "", "position": "897.00;3549.00", "size": "64;19", "children": []}, {"name": null, "role": "AXTextField", "description": null, "role_description": "text field", "value": "5 KB", "position": "964.00;3549.00", "size": "64;19", "children": []}, {"name": null, "role": "AXTextField", "description": null, "role_description": "text field", "value": "Store", "position": "1031.00;3549.00", "size": "64;19", "children": []}]}, {"name": null, "role": "AXRow", "description": null, "role_description": "outline row", "value": null, "position": "158.00;3569.00", "size": "953;21", "children": [{"name": null, "role": "AXGroup", "description": null, "role_description": "group", "value": null, "position": "168.00;3569.00", "size": "208;21", "children": [{"name": null, "role": "AXDisclosureTriangle", "description": null, "role_description": "disclosure triangle", "value": 0, "position": "209.00;3570.00", "size": "13;19", "children": []}, {"name": null, "role": "AXTextField", "description": null, "role_description": "text field", "value": "1211953", "position": "222.00;3570.00", "size": "152;19", "children": []}]}, {"name": null, "role": "AXTextField", "description": null, "role_description": "text field", "value": "2023-12-14 16:10:30", "position": "377.00;3570.00", "size": "115;19", "children": []}, {"name": null, "role": "AXTextField", "description": null, "role_description": "text field", "value": "6 KB", "position": "495.00;3570.00", "size": "64;19", "children": []}, {"name": null, "role": "AXTextField", "description": null, "role_description": "text field", "value": "Folder", "position": "562.00;3570.00", "size": "137;19", "children": []}, {"name": null, "role": "AXTextField", "description": null, "role_description": "text field", "value": "6 KB", "position": "702.00;3570.00", "size": "60;19", "children": []}, {"name": null, "role": "AXTextField", "description": null, "role_description": "text field", "value": "drwxr-xr-x", "position": "765.00;3570.00", "size": "62;19", "children": []}, {"name": null, "role": "AXStaticText", "description": null, "role_description": "text", "value": "", "position": "830.00;3570.00", "size": "64;19", "children": []}, {"name": null, "role": "AXTextField", "description": null, "role_description": "text field", "value": "", "position": "897.00;3570.00", "size": "64;19", "children": []}, {"name": null, "role": "AXTextField", "description": null, "role_description": "text field", "value": "6 KB", "position": "964.00;3570.00", "size": "64;19", "children": []}, {"name": null, "role": "AXTextField", "description": null, "role_description": "text field", "value": "Store", "position": "1031.00;3570.00", "size": "64;19", "children": []}]}, {"name": null, "role": "AXRow", "description": null, "role_description": "outline row", "value": null, "position": "158.00;3590.00", "size": "953;21", "children": [{"name": null, "role": "AXGroup", "description": null, "role_description": "group", "value": null, "position": "168.00;3590.00", "size": "208;21", "children": [{"name": null, "role": "AXDisclosureTriangle", "description": null, "role_description": "disclosure triangle", "value": 0, "position": "209.00;3591.00", "size": "13;19", "children": []}, {"name": null, "role": "AXTextField", "description": null, "role_description": "text field", "value": "1216178", "position": "222.00;3591.00", "size": "152;19", "children": []}]}, {"name": null, "role": "AXTextField", "description": null, "role_description": "text field", "value": "2023-12-14 16:10:27", "position": "377.00;3591.00", "size": "115;19", "children": []}, {"name": null, "role": "AXTextField", "description": null, "role_description": "text field", "value": "5 KB", "position": "495.00;3591.00", "size": "64;19", "children": []}, {"name": null, "role": "AXTextField", "description": null, "role_description": "text field", "value": "Folder", "position": "562.00;3591.00", "size": "137;19", "children": []}, {"name": null, "role": "AXTextField", "description": null, "role_description": "text field", "value": "5 KB", "position": "702.00;3591.00", "size": "60;19", "children": []}, {"name": null, "role": "AXTextField", "description": null, "role_description": "text field", "value": "drwxr-xr-x", "position": "765.00;3591.00", "size": "62;19", "children": []}, {"name": null, "role": "AXStaticText", "description": null, "role_description": "text", "value": "", "position": "830.00;3591.00", "size": "64;19", "children": []}, {"name": null, "role": "AXTextField", "description": null, "role_description": "text field", "value": "", "position": "897.00;3591.00", "size": "64;19", "children": []}, {"name": null, "role": "AXTextField", "description": null, "role_description": "text field", "value": "5 KB", "position": "964.00;3591.00", "size": "64;19", "children": []}, {"name": null, "role": "AXTextField", "description": null, "role_description": "text field", "value": "Store", "position": "1031.00;3591.00", "size": "64;19", "children": []}]}, {"name": null, "role": "AXRow", "description": null, "role_description": "outline row", "value": null, "position": "158.00;3611.00", "size": "953;21", "children": [{"name": null, "role": "AXGroup", "description": null, "role_description": "group", "value": null, "position": "168.00;3611.00", "size": "208;21", "children": [{"name": null, "role": "AXDisclosureTriangle", "description": null, "role_description": "disclosure triangle", "value": 0, "position": "209.00;3612.00", "size": "13;19", "children": []}, {"name": null, "role": "AXTextField", "description": null, "role_description": "text field", "value": "1219130", "position": "222.00;3612.00", "size": "152;19", "children": []}]}, {"name": null, "role": "AXTextField", "description": null, "role_description": "text field", "value": "2023-12-14 16:10:31", "position": "377.00;3612.00", "size": "115;19", "children": []}, {"name": null, "role": "AXTextField", "description": null, "role_description": "text field", "value": "6 KB", "position": "495.00;3612.00", "size": "64;19", "children": []}, {"name": null, "role": "AXTextField", "description": null, "role_description": "text field", "value": "Folder", "position": "562.00;3612.00", "size": "137;19", "children": []}, {"name": null, "role": "AXTextField", "description": null, "role_description": "text field", "value": "5 KB", "position": "702.00;3612.00", "size": "60;19", "children": []}, {"name": null, "role": "AXTextField", "description": null, "role_description": "text field", "value": "drwxr-xr-x", "position": "765.00;3612.00", "size": "62;19", "children": []}, {"name": null, "role": "AXStaticText", "description": null, "role_description": "text", "value": "", "position": "830.00;3612.00", "size": "64;19", "children": []}, {"name": null, "role": "AXTextField", "description": null, "role_description": "text field", "value": "", "position": "897.00;3612.00", "size": "64;19", "children": []}, {"name": null, "role": "AXTextField", "description": null, "role_description": "text field", "value": "6 KB", "position": "964.00;3612.00", "size": "64;19", "children": []}, {"name": null, "role": "AXTextField", "description": null, "role_description": "text field", "value": "Store", "position": "1031.00;3612.00", "size": "64;19", "children": []}]}, {"name": null, "role": "AXRow", "description": null, "role_description": "outline row", "value": null, "position": "158.00;3632.00", "size": "953;21", "children": [{"name": null, "role": "AXGroup", "description": null, "role_description": "group", "value": null, "position": "168.00;3632.00", "size": "208;21", "children": [{"name": null, "role": "AXDisclosureTriangle", "description": null, "role_description": "disclosure triangle", "value": 0, "position": "209.00;3633.00", "size": "13;19", "children": []}, {"name": null, "role": "AXTextField", "description": null, "role_description": "text field", "value": "1216944", "position": "222.00;3633.00", "size": "152;19", "children": []}]}, {"name": null, "role": "AXTextField", "description": null, "role_description": "text field", "value": "2023-12-14 16:10:29", "position": "377.00;3633.00", "size": "115;19", "children": []}, {"name": null, "role": "AXTextField", "description": null, "role_description": "text field", "value": "4 KB", "position": "495.00;3633.00", "size": "64;19", "children": []}, {"name": null, "role": "AXTextField", "description": null, "role_description": "text field", "value": "Folder", "position": "562.00;3633.00", "size": "137;19", "children": []}, {"name": null, "role": "AXTextField", "description": null, "role_description": "text field", "value": "4 KB", "position": "702.00;3633.00", "size": "60;19", "children": []}, {"name": null, "role": "AXTextField", "description": null, "role_description": "text field", "value": "drwxr-xr-x", "position": "765.00;3633.00", "size": "62;19", "children": []}, {"name": null, "role": "AXStaticText", "description": null, "role_description": "text", "value": "", "position": "830.00;3633.00", "size": "64;19", "children": []}, {"name": null, "role": "AXTextField", "description": null, "role_description": "text field", "value": "", "position": "897.00;3633.00", "size": "64;19", "children": []}, {"name": null, "role": "AXTextField", "description": null, "role_description": "text field", "value": "4 KB", "position": "964.00;3633.00", "size": "64;19", "children": []}, {"name": null, "role": "AXTextField", "description": null, "role_description": "text field", "value": "Store", "position": "1031.00;3633.00", "size": "64;19", "children": []}]}, {"name": null, "role": "AXRow", "description": null, "role_description": "outline row", "value": null, "position": "158.00;3653.00", "size": "953;21", "children": [{"name": null, "role": "AXGroup", "description": null, "role_description": "group", "value": null, "position": "168.00;3653.00", "size": "208;21", "children": [{"name": null, "role": "AXDisclosureTriangle", "description": null, "role_description": "disclosure triangle", "value": 0, "position": "209.00;3654.00", "size": "13;19", "children": []}, {"name": null, "role": "AXTextField", "description": null, "role_description": "text field", "value": "1217896", "position": "222.00;3654.00", "size": "152;19", "children": []}]}, {"name": null, "role": "AXTextField", "description": null, "role_description": "text field", "value": "2023-12-14 16:10:31", "position": "377.00;3654.00", "size": "115;19", "children": []}, {"name": null, "role": "AXTextField", "description": null, "role_description": "text field", "value": "22 KB", "position": "495.00;3654.00", "size": "64;19", "children": []}, {"name": null, "role": "AXTextField", "description": null, "role_description": "text field", "value": "Folder", "position": "562.00;3654.00", "size": "137;19", "children": []}, {"name": null, "role": "AXTextField", "description": null, "role_description": "text field", "value": "21 KB", "position": "702.00;3654.00", "size": "60;19", "children": []}, {"name": null, "role": "AXTextField", "description": null, "role_description": "text field", "value": "drwxr-xr-x", "position": "765.00;3654.00", "size": "62;19", "children": []}, {"name": null, "role": "AXStaticText", "description": null, "role_description": "text", "value": "", "position": "830.00;3654.00", "size": "64;19", "children": []}, {"name": null, "role": "AXTextField", "description": null, "role_description": "text field", "value": "", "position": "897.00;3654.00", "size": "64;19", "children": []}, {"name": null, "role": "AXTextField", "description": null, "role_description": "text field", "value": "22 KB", "position": "964.00;3654.00", "size": "64;19", "children": []}, {"name": null, "role": "AXTextField", "description": null, "role_description": "text field", "value": "Store", "position": "1031.00;3654.00", "size": "64;19", "children": []}]}, {"name": null, "role": "AXRow", "description": null, "role_description": "outline row", "value": null, "position": "158.00;3674.00", "size": "953;21", "children": [{"name": null, "role": "AXGroup", "description": null, "role_description": "group", "value": null, "position": "168.00;3674.00", "size": "208;21", "children": [{"name": null, "role": "AXDisclosureTriangle", "description": null, "role_description": "disclosure triangle", "value": 0, "position": "209.00;3675.00", "size": "13;19", "children": []}, {"name": null, "role": "AXTextField", "description": null, "role_description": "text field", "value": "1216524", "position": "222.00;3675.00", "size": "152;19", "children": []}]}, {"name": null, "role": "AXTextField", "description": null, "role_description": "text field", "value": "2023-12-14 16:10:31", "position": "377.00;3675.00", "size": "115;19", "children": []}, {"name": null, "role": "AXTextField", "description": null, "role_description": "text field", "value": "6 KB", "position": "495.00;3675.00", "size": "64;19", "children": []}, {"name": null, "role": "AXTextField", "description": null, "role_description": "text field", "value": "Folder", "position": "562.00;3675.00", "size": "137;19", "children": []}, {"name": null, "role": "AXTextField", "description": null, "role_description": "text field", "value": "6 KB", "position": "702.00;3675.00", "size": "60;19", "children": []}, {"name": null, "role": "AXTextField", "description": null, "role_description": "text field", "value": "drwxr-xr-x", "position": "765.00;3675.00", "size": "62;19", "children": []}, {"name": null, "role": "AXStaticText", "description": null, "role_description": "text", "value": "", "position": "830.00;3675.00", "size": "64;19", "children": []}, {"name": null, "role": "AXTextField", "description": null, "role_description": "text field", "value": "", "position": "897.00;3675.00", "size": "64;19", "children": []}, {"name": null, "role": "AXTextField", "description": null, "role_description": "text field", "value": "6 KB", "position": "964.00;3675.00", "size": "64;19", "children": []}, {"name": null, "role": "AXTextField", "description": null, "role_description": "text field", "value": "Store", "position": "1031.00;3675.00", "size": "64;19", "children": []}]}, {"name": null, "role": "AXRow", "description": null, "role_description": "outline row", "value": null, "position": "158.00;3695.00", "size": "953;21", "children": [{"name": null, "role": "AXGroup", "description": null, "role_description": "group", "value": null, "position": "168.00;3695.00", "size": "208;21", "children": [{"name": null, "role": "AXDisclosureTriangle", "description": null, "role_description": "disclosure triangle", "value": 0, "position": "209.00;3696.00", "size": "13;19", "children": []}, {"name": null, "role": "AXTextField", "description": null, "role_description": "text field", "value": "1213056", "position": "222.00;3696.00", "size": "152;19", "children": []}]}, {"name": null, "role": "AXTextField", "description": null, "role_description": "text field", "value": "2023-12-14 16:10:28", "position": "377.00;3696.00", "size": "115;19", "children": []}, {"name": null, "role": "AXTextField", "description": null, "role_description": "text field", "value": "4 KB", "position": "495.00;3696.00", "size": "64;19", "children": []}, {"name": null, "role": "AXTextField", "description": null, "role_description": "text field", "value": "Folder", "position": "562.00;3696.00", "size": "137;19", "children": []}, {"name": null, "role": "AXTextField", "description": null, "role_description": "text field", "value": "4 KB", "position": "702.00;3696.00", "size": "60;19", "children": []}, {"name": null, "role": "AXTextField", "description": null, "role_description": "text field", "value": "drwxr-xr-x", "position": "765.00;3696.00", "size": "62;19", "children": []}, {"name": null, "role": "AXStaticText", "description": null, "role_description": "text", "value": "", "position": "830.00;3696.00", "size": "64;19", "children": []}, {"name": null, "role": "AXTextField", "description": null, "role_description": "text field", "value": "", "position": "897.00;3696.00", "size": "64;19", "children": []}, {"name": null, "role": "AXTextField", "description": null, "role_description": "text field", "value": "4 KB", "position": "964.00;3696.00", "size": "64;19", "children": []}, {"name": null, "role": "AXTextField", "description": null, "role_description": "text field", "value": "Store", "position": "1031.00;3696.00", "size": "64;19", "children": []}]}, {"name": null, "role": "AXRow", "description": null, "role_description": "outline row", "value": null, "position": "158.00;3716.00", "size": "953;21", "children": [{"name": null, "role": "AXGroup", "description": null, "role_description": "group", "value": null, "position": "168.00;3716.00", "size": "208;21", "children": [{"name": null, "role": "AXDisclosureTriangle", "description": null, "role_description": "disclosure triangle", "value": 0, "position": "209.00;3717.00", "size": "13;19", "children": []}, {"name": null, "role": "AXTextField", "description": null, "role_description": "text field", "value": "1211701", "position": "222.00;3717.00", "size": "152;19", "children": []}]}, {"name": null, "role": "AXTextField", "description": null, "role_description": "text field", "value": "2023-12-14 16:10:29", "position": "377.00;3717.00", "size": "115;19", "children": []}, {"name": null, "role": "AXTextField", "description": null, "role_description": "text field", "value": "6 KB", "position": "495.00;3717.00", "size": "64;19", "children": []}, {"name": null, "role": "AXTextField", "description": null, "role_description": "text field", "value": "Folder", "position": "562.00;3717.00", "size": "137;19", "children": []}, {"name": null, "role": "AXTextField", "description": null, "role_description": "text field", "value": "6 KB", "position": "702.00;3717.00", "size": "60;19", "children": []}, {"name": null, "role": "AXTextField", "description": null, "role_description": "text field", "value": "drwxr-xr-x", "position": "765.00;3717.00", "size": "62;19", "children": []}, {"name": null, "role": "AXStaticText", "description": null, "role_description": "text", "value": "", "position": "830.00;3717.00", "size": "64;19", "children": []}, {"name": null, "role": "AXTextField", "description": null, "role_description": "text field", "value": "", "position": "897.00;3717.00", "size": "64;19", "children": []}, {"name": null, "role": "AXTextField", "description": null, "role_description": "text field", "value": "6 KB", "position": "964.00;3717.00", "size": "64;19", "children": []}, {"name": null, "role": "AXTextField", "description": null, "role_description": "text field", "value": "Store", "position": "1031.00;3717.00", "size": "64;19", "children": []}]}, {"name": null, "role": "AXRow", "description": null, "role_description": "outline row", "value": null, "position": "158.00;3737.00", "size": "953;21", "children": [{"name": null, "role": "AXGroup", "description": null, "role_description": "group", "value": null, "position": "168.00;3737.00", "size": "208;21", "children": [{"name": null, "role": "AXDisclosureTriangle", "description": null, "role_description": "disclosure triangle", "value": 0, "position": "209.00;3738.00", "size": "13;19", "children": []}, {"name": null, "role": "AXTextField", "description": null, "role_description": "text field", "value": "1215193", "position": "222.00;3738.00", "size": "152;19", "children": []}]}, {"name": null, "role": "AXTextField", "description": null, "role_description": "text field", "value": "2023-12-14 16:10:26", "position": "377.00;3738.00", "size": "115;19", "children": []}, {"name": null, "role": "AXTextField", "description": null, "role_description": "text field", "value": "7 KB", "position": "495.00;3738.00", "size": "64;19", "children": []}, {"name": null, "role": "AXTextField", "description": null, "role_description": "text field", "value": "Folder", "position": "562.00;3738.00", "size": "137;19", "children": []}, {"name": null, "role": "AXTextField", "description": null, "role_description": "text field", "value": "6 KB", "position": "702.00;3738.00", "size": "60;19", "children": []}, {"name": null, "role": "AXTextField", "description": null, "role_description": "text field", "value": "drwxr-xr-x", "position": "765.00;3738.00", "size": "62;19", "children": []}, {"name": null, "role": "AXStaticText", "description": null, "role_description": "text", "value": "", "position": "830.00;3738.00", "size": "64;19", "children": []}, {"name": null, "role": "AXTextField", "description": null, "role_description": "text field", "value": "", "position": "897.00;3738.00", "size": "64;19", "children": []}, {"name": null, "role": "AXTextField", "description": null, "role_description": "text field", "value": "7 KB", "position": "964.00;3738.00", "size": "64;19", "children": []}, {"name": null, "role": "AXTextField", "description": null, "role_description": "text field", "value": "Store", "position": "1031.00;3738.00", "size": "64;19", "children": []}]}, {"name": null, "role": "AXRow", "description": null, "role_description": "outline row", "value": null, "position": "158.00;3758.00", "size": "953;21", "children": [{"name": null, "role": "AXGroup", "description": null, "role_description": "group", "value": null, "position": "168.00;3758.00", "size": "208;21", "children": [{"name": null, "role": "AXDisclosureTriangle", "description": null, "role_description": "disclosure triangle", "value": 0, "position": "209.00;3759.00", "size": "13;19", "children": []}, {"name": null, "role": "AXTextField", "description": null, "role_description": "text field", "value": "1216716", "position": "222.00;3759.00", "size": "152;19", "children": []}]}, {"name": null, "role": "AXTextField", "description": null, "role_description": "text field", "value": "2023-12-14 16:10:29", "position": "377.00;3759.00", "size": "115;19", "children": []}, {"name": null, "role": "AXTextField", "description": null, "role_description": "text field", "value": "5 KB", "position": "495.00;3759.00", "size": "64;19", "children": []}, {"name": null, "role": "AXTextField", "description": null, "role_description": "text field", "value": "Folder", "position": "562.00;3759.00", "size": "137;19", "children": []}, {"name": null, "role": "AXTextField", "description": null, "role_description": "text field", "value": "5 KB", "position": "702.00;3759.00", "size": "60;19", "children": []}, {"name": null, "role": "AXTextField", "description": null, "role_description": "text field", "value": "drwxr-xr-x", "position": "765.00;3759.00", "size": "62;19", "children": []}, {"name": null, "role": "AXStaticText", "description": null, "role_description": "text", "value": "", "position": "830.00;3759.00", "size": "64;19", "children": []}, {"name": null, "role": "AXTextField", "description": null, "role_description": "text field", "value": "", "position": "897.00;3759.00", "size": "64;19", "children": []}, {"name": null, "role": "AXTextField", "description": null, "role_description": "text field", "value": "5 KB", "position": "964.00;3759.00", "size": "64;19", "children": []}, {"name": null, "role": "AXTextField", "description": null, "role_description": "text field", "value": "Store", "position": "1031.00;3759.00", "size": "64;19", "children": []}]}, {"name": null, "role": "AXRow", "description": null, "role_description": "outline row", "value": null, "position": "158.00;3779.00", "size": "953;21", "children": [{"name": null, "role": "AXGroup", "description": null, "role_description": "group", "value": null, "position": "168.00;3779.00", "size": "208;21", "children": [{"name": null, "role": "AXDisclosureTriangle", "description": null, "role_description": "disclosure triangle", "value": 0, "position": "209.00;3780.00", "size": "13;19", "children": []}, {"name": null, "role": "AXTextField", "description": null, "role_description": "text field", "value": "1210085", "position": "222.00;3780.00", "size": "152;19", "children": []}]}, {"name": null, "role": "AXTextField", "description": null, "role_description": "text field", "value": "2023-12-14 16:10:26", "position": "377.00;3780.00", "size": "115;19", "children": []}, {"name": null, "role": "AXTextField", "description": null, "role_description": "text field", "value": "3 KB", "position": "495.00;3780.00", "size": "64;19", "children": []}, {"name": null, "role": "AXTextField", "description": null, "role_description": "text field", "value": "Folder", "position": "562.00;3780.00", "size": "137;19", "children": []}, {"name": null, "role": "AXTextField", "description": null, "role_description": "text field", "value": "3 KB", "position": "702.00;3780.00", "size": "60;19", "children": []}, {"name": null, "role": "AXTextField", "description": null, "role_description": "text field", "value": "drwxr-xr-x", "position": "765.00;3780.00", "size": "62;19", "children": []}, {"name": null, "role": "AXStaticText", "description": null, "role_description": "text", "value": "", "position": "830.00;3780.00", "size": "64;19", "children": []}, {"name": null, "role": "AXTextField", "description": null, "role_description": "text field", "value": "", "position": "897.00;3780.00", "size": "64;19", "children": []}, {"name": null, "role": "AXTextField", "description": null, "role_description": "text field", "value": "3 KB", "position": "964.00;3780.00", "size": "64;19", "children": []}, {"name": null, "role": "AXTextField", "description": null, "role_description": "text field", "value": "Store", "position": "1031.00;3780.00", "size": "64;19", "children": []}]}, {"name": null, "role": "AXRow", "description": null, "role_description": "outline row", "value": null, "position": "158.00;3800.00", "size": "953;21", "children": [{"name": null, "role": "AXGroup", "description": null, "role_description": "group", "value": null, "position": "168.00;3800.00", "size": "208;21", "children": [{"name": null, "role": "AXDisclosureTriangle", "description": null, "role_description": "disclosure triangle", "value": 0, "position": "209.00;3801.00", "size": "13;19", "children": []}, {"name": null, "role": "AXTextField", "description": null, "role_description": "text field", "value": "1211157", "position": "222.00;3801.00", "size": "152;19", "children": []}]}, {"name": null, "role": "AXTextField", "description": null, "role_description": "text field", "value": "2023-12-14 16:10:29", "position": "377.00;3801.00", "size": "115;19", "children": []}, {"name": null, "role": "AXTextField", "description": null, "role_description": "text field", "value": "3 KB", "position": "495.00;3801.00", "size": "64;19", "children": []}, {"name": null, "role": "AXTextField", "description": null, "role_description": "text field", "value": "Folder", "position": "562.00;3801.00", "size": "137;19", "children": []}, {"name": null, "role": "AXTextField", "description": null, "role_description": "text field", "value": "2 KB", "position": "702.00;3801.00", "size": "60;19", "children": []}, {"name": null, "role": "AXTextField", "description": null, "role_description": "text field", "value": "drwxr-xr-x", "position": "765.00;3801.00", "size": "62;19", "children": []}, {"name": null, "role": "AXStaticText", "description": null, "role_description": "text", "value": "", "position": "830.00;3801.00", "size": "64;19", "children": []}, {"name": null, "role": "AXTextField", "description": null, "role_description": "text field", "value": "", "position": "897.00;3801.00", "size": "64;19", "children": []}, {"name": null, "role": "AXTextField", "description": null, "role_description": "text field", "value": "3 KB", "position": "964.00;3801.00", "size": "64;19", "children": []}, {"name": null, "role": "AXTextField", "description": null, "role_description": "text field", "value": "Store", "position": "1031.00;3801.00", "size": "64;19", "children": []}]}, {"name": null, "role": "AXRow", "description": null, "role_description": "outline row", "value": null, "position": "158.00;3821.00", "size": "953;21", "children": [{"name": null, "role": "AXGroup", "description": null, "role_description": "group", "value": null, "position": "168.00;3821.00", "size": "208;21", "children": [{"name": null, "role": "AXDisclosureTriangle", "description": null, "role_description": "disclosure triangle", "value": 0, "position": "209.00;3822.00", "size": "13;19", "children": []}, {"name": null, "role": "AXTextField", "description": null, "role_description": "text field", "value": "1214425", "position": "222.00;3822.00", "size": "152;19", "children": []}]}, {"name": null, "role": "AXTextField", "description": null, "role_description": "text field", "value": "2023-12-14 16:10:29", "position": "377.00;3822.00", "size": "115;19", "children": []}, {"name": null, "role": "AXTextField", "description": null, "role_description": "text field", "value": "3 KB", "position": "495.00;3822.00", "size": "64;19", "children": []}, {"name": null, "role": "AXTextField", "description": null, "role_description": "text field", "value": "Folder", "position": "562.00;3822.00", "size": "137;19", "children": []}, {"name": null, "role": "AXTextField", "description": null, "role_description": "text field", "value": "3 KB", "position": "702.00;3822.00", "size": "60;19", "children": []}, {"name": null, "role": "AXTextField", "description": null, "role_description": "text field", "value": "drwxr-xr-x", "position": "765.00;3822.00", "size": "62;19", "children": []}, {"name": null, "role": "AXStaticText", "description": null, "role_description": "text", "value": "", "position": "830.00;3822.00", "size": "64;19", "children": []}, {"name": null, "role": "AXTextField", "description": null, "role_description": "text field", "value": "", "position": "897.00;3822.00", "size": "64;19", "children": []}, {"name": null, "role": "AXTextField", "description": null, "role_description": "text field", "value": "3 KB", "position": "964.00;3822.00", "size": "64;19", "children": []}, {"name": null, "role": "AXTextField", "description": null, "role_description": "text field", "value": "Store", "position": "1031.00;3822.00", "size": "64;19", "children": []}]}, {"name": null, "role": "AXRow", "description": null, "role_description": "outline row", "value": null, "position": "158.00;3842.00", "size": "953;21", "children": [{"name": null, "role": "AXGroup", "description": null, "role_description": "group", "value": null, "position": "168.00;3842.00", "size": "208;21", "children": [{"name": null, "role": "AXDisclosureTriangle", "description": null, "role_description": "disclosure triangle", "value": 0, "position": "209.00;3843.00", "size": "13;19", "children": []}, {"name": null, "role": "AXTextField", "description": null, "role_description": "text field", "value": "1213600", "position": "222.00;3843.00", "size": "152;19", "children": []}]}, {"name": null, "role": "AXTextField", "description": null, "role_description": "text field", "value": "2023-12-14 16:10:28", "position": "377.00;3843.00", "size": "115;19", "children": []}, {"name": null, "role": "AXTextField", "description": null, "role_description": "text field", "value": "5 KB", "position": "495.00;3843.00", "size": "64;19", "children": []}, {"name": null, "role": "AXTextField", "description": null, "role_description": "text field", "value": "Folder", "position": "562.00;3843.00", "size": "137;19", "children": []}, {"name": null, "role": "AXTextField", "description": null, "role_description": "text field", "value": "5 KB", "position": "702.00;3843.00", "size": "60;19", "children": []}, {"name": null, "role": "AXTextField", "description": null, "role_description": "text field", "value": "drwxr-xr-x", "position": "765.00;3843.00", "size": "62;19", "children": []}, {"name": null, "role": "AXStaticText", "description": null, "role_description": "text", "value": "", "position": "830.00;3843.00", "size": "64;19", "children": []}, {"name": null, "role": "AXTextField", "description": null, "role_description": "text field", "value": "", "position": "897.00;3843.00", "size": "64;19", "children": []}, {"name": null, "role": "AXTextField", "description": null, "role_description": "text field", "value": "5 KB", "position": "964.00;3843.00", "size": "64;19", "children": []}, {"name": null, "role": "AXTextField", "description": null, "role_description": "text field", "value": "Store", "position": "1031.00;3843.00", "size": "64;19", "children": []}]}, {"name": null, "role": "AXRow", "description": null, "role_description": "outline row", "value": null, "position": "158.00;3863.00", "size": "953;21", "children": [{"name": null, "role": "AXGroup", "description": null, "role_description": "group", "value": null, "position": "168.00;3863.00", "size": "208;21", "children": [{"name": null, "role": "AXDisclosureTriangle", "description": null, "role_description": "disclosure triangle", "value": 0, "position": "209.00;3864.00", "size": "13;19", "children": []}, {"name": null, "role": "AXTextField", "description": null, "role_description": "text field", "value": "1216140", "position": "222.00;3864.00", "size": "152;19", "children": []}]}, {"name": null, "role": "AXTextField", "description": null, "role_description": "text field", "value": "2023-12-14 16:10:30", "position": "377.00;3864.00", "size": "115;19", "children": []}, {"name": null, "role": "AXTextField", "description": null, "role_description": "text field", "value": "7 KB", "position": "495.00;3864.00", "size": "64;19", "children": []}, {"name": null, "role": "AXTextField", "description": null, "role_description": "text field", "value": "Folder", "position": "562.00;3864.00", "size": "137;19", "children": []}, {"name": null, "role": "AXTextField", "description": null, "role_description": "text field", "value": "7 KB", "position": "702.00;3864.00", "size": "60;19", "children": []}, {"name": null, "role": "AXTextField", "description": null, "role_description": "text field", "value": "drwxr-xr-x", "position": "765.00;3864.00", "size": "62;19", "children": []}, {"name": null, "role": "AXStaticText", "description": null, "role_description": "text", "value": "", "position": "830.00;3864.00", "size": "64;19", "children": []}, {"name": null, "role": "AXTextField", "description": null, "role_description": "text field", "value": "", "position": "897.00;3864.00", "size": "64;19", "children": []}, {"name": null, "role": "AXTextField", "description": null, "role_description": "text field", "value": "7 KB", "position": "964.00;3864.00", "size": "64;19", "children": []}, {"name": null, "role": "AXTextField", "description": null, "role_description": "text field", "value": "Store", "position": "1031.00;3864.00", "size": "64;19", "children": []}]}, {"name": null, "role": "AXRow", "description": null, "role_description": "outline row", "value": null, "position": "158.00;3884.00", "size": "953;21", "children": [{"name": null, "role": "AXGroup", "description": null, "role_description": "group", "value": null, "position": "168.00;3884.00", "size": "208;21", "children": [{"name": null, "role": "AXDisclosureTriangle", "description": null, "role_description": "disclosure triangle", "value": 0, "position": "209.00;3885.00", "size": "13;19", "children": []}, {"name": null, "role": "AXTextField", "description": null, "role_description": "text field", "value": "1219934", "position": "222.00;3885.00", "size": "152;19", "children": []}]}, {"name": null, "role": "AXTextField", "description": null, "role_description": "text field", "value": "2023-12-14 16:10:32", "position": "377.00;3885.00", "size": "115;19", "children": []}, {"name": null, "role": "AXTextField", "description": null, "role_description": "text field", "value": "3 KB", "position": "495.00;3885.00", "size": "64;19", "children": []}, {"name": null, "role": "AXTextField", "description": null, "role_description": "text field", "value": "Folder", "position": "562.00;3885.00", "size": "137;19", "children": []}, {"name": null, "role": "AXTextField", "description": null, "role_description": "text field", "value": "3 KB", "position": "702.00;3885.00", "size": "60;19", "children": []}, {"name": null, "role": "AXTextField", "description": null, "role_description": "text field", "value": "drwxr-xr-x", "position": "765.00;3885.00", "size": "62;19", "children": []}, {"name": null, "role": "AXStaticText", "description": null, "role_description": "text", "value": "", "position": "830.00;3885.00", "size": "64;19", "children": []}, {"name": null, "role": "AXTextField", "description": null, "role_description": "text field", "value": "", "position": "897.00;3885.00", "size": "64;19", "children": []}, {"name": null, "role": "AXTextField", "description": null, "role_description": "text field", "value": "3 KB", "position": "964.00;3885.00", "size": "64;19", "children": []}, {"name": null, "role": "AXTextField", "description": null, "role_description": "text field", "value": "Store", "position": "1031.00;3885.00", "size": "64;19", "children": []}]}, {"name": null, "role": "AXRow", "description": null, "role_description": "outline row", "value": null, "position": "158.00;3905.00", "size": "953;21", "children": [{"name": null, "role": "AXGroup", "description": null, "role_description": "group", "value": null, "position": "168.00;3905.00", "size": "208;21", "children": [{"name": null, "role": "AXDisclosureTriangle", "description": null, "role_description": "disclosure triangle", "value": 0, "position": "209.00;3906.00", "size": "13;19", "children": []}, {"name": null, "role": "AXTextField", "description": null, "role_description": "text field", "value": "1217092", "position": "222.00;3906.00", "size": "152;19", "children": []}]}, {"name": null, "role": "AXTextField", "description": null, "role_description": "text field", "value": "2023-12-14 16:10:32", "position": "377.00;3906.00", "size": "115;19", "children": []}, {"name": null, "role": "AXTextField", "description": null, "role_description": "text field", "value": "5 KB", "position": "495.00;3906.00", "size": "64;19", "children": []}, {"name": null, "role": "AXTextField", "description": null, "role_description": "text field", "value": "Folder", "position": "562.00;3906.00", "size": "137;19", "children": []}, {"name": null, "role": "AXTextField", "description": null, "role_description": "text field", "value": "5 KB", "position": "702.00;3906.00", "size": "60;19", "children": []}, {"name": null, "role": "AXTextField", "description": null, "role_description": "text field", "value": "drwxr-xr-x", "position": "765.00;3906.00", "size": "62;19", "children": []}, {"name": null, "role": "AXStaticText", "description": null, "role_description": "text", "value": "", "position": "830.00;3906.00", "size": "64;19", "children": []}, {"name": null, "role": "AXTextField", "description": null, "role_description": "text field", "value": "", "position": "897.00;3906.00", "size": "64;19", "children": []}, {"name": null, "role": "AXTextField", "description": null, "role_description": "text field", "value": "5 KB", "position": "964.00;3906.00", "size": "64;19", "children": []}, {"name": null, "role": "AXTextField", "description": null, "role_description": "text field", "value": "Store", "position": "1031.00;3906.00", "size": "64;19", "children": []}]}, {"name": null, "role": "AXRow", "description": null, "role_description": "outline row", "value": null, "position": "158.00;3926.00", "size": "953;21", "children": [{"name": null, "role": "AXGroup", "description": null, "role_description": "group", "value": null, "position": "168.00;3926.00", "size": "208;21", "children": [{"name": null, "role": "AXDisclosureTriangle", "description": null, "role_description": "disclosure triangle", "value": 0, "position": "209.00;3927.00", "size": "13;19", "children": []}, {"name": null, "role": "AXTextField", "description": null, "role_description": "text field", "value": "1219108", "position": "222.00;3927.00", "size": "152;19", "children": []}]}, {"name": null, "role": "AXTextField", "description": null, "role_description": "text field", "value": "2023-12-14 16:10:28", "position": "377.00;3927.00", "size": "115;19", "children": []}, {"name": null, "role": "AXTextField", "description": null, "role_description": "text field", "value": "7 KB", "position": "495.00;3927.00", "size": "64;19", "children": []}, {"name": null, "role": "AXTextField", "description": null, "role_description": "text field", "value": "Folder", "position": "562.00;3927.00", "size": "137;19", "children": []}, {"name": null, "role": "AXTextField", "description": null, "role_description": "text field", "value": "7 KB", "position": "702.00;3927.00", "size": "60;19", "children": []}, {"name": null, "role": "AXTextField", "description": null, "role_description": "text field", "value": "drwxr-xr-x", "position": "765.00;3927.00", "size": "62;19", "children": []}, {"name": null, "role": "AXStaticText", "description": null, "role_description": "text", "value": "", "position": "830.00;3927.00", "size": "64;19", "children": []}, {"name": null, "role": "AXTextField", "description": null, "role_description": "text field", "value": "", "position": "897.00;3927.00", "size": "64;19", "children": []}, {"name": null, "role": "AXTextField", "description": null, "role_description": "text field", "value": "7 KB", "position": "964.00;3927.00", "size": "64;19", "children": []}, {"name": null, "role": "AXTextField", "description": null, "role_description": "text field", "value": "Store", "position": "1031.00;3927.00", "size": "64;19", "children": []}]}, {"name": null, "role": "AXRow", "description": null, "role_description": "outline row", "value": null, "position": "158.00;3947.00", "size": "953;21", "children": [{"name": null, "role": "AXGroup", "description": null, "role_description": "group", "value": null, "position": "168.00;3947.00", "size": "208;21", "children": [{"name": null, "role": "AXDisclosureTriangle", "description": null, "role_description": "disclosure triangle", "value": 0, "position": "209.00;3948.00", "size": "13;19", "children": []}, {"name": null, "role": "AXTextField", "description": null, "role_description": "text field", "value": "1213432", "position": "222.00;3948.00", "size": "152;19", "children": []}]}, {"name": null, "role": "AXTextField", "description": null, "role_description": "text field", "value": "2023-12-14 16:10:26", "position": "377.00;3948.00", "size": "115;19", "children": []}, {"name": null, "role": "AXTextField", "description": null, "role_description": "text field", "value": "6 KB", "position": "495.00;3948.00", "size": "64;19", "children": []}, {"name": null, "role": "AXTextField", "description": null, "role_description": "text field", "value": "Folder", "position": "562.00;3948.00", "size": "137;19", "children": []}, {"name": null, "role": "AXTextField", "description": null, "role_description": "text field", "value": "6 KB", "position": "702.00;3948.00", "size": "60;19", "children": []}, {"name": null, "role": "AXTextField", "description": null, "role_description": "text field", "value": "drwxr-xr-x", "position": "765.00;3948.00", "size": "62;19", "children": []}, {"name": null, "role": "AXStaticText", "description": null, "role_description": "text", "value": "", "position": "830.00;3948.00", "size": "64;19", "children": []}, {"name": null, "role": "AXTextField", "description": null, "role_description": "text field", "value": "", "position": "897.00;3948.00", "size": "64;19", "children": []}, {"name": null, "role": "AXTextField", "description": null, "role_description": "text field", "value": "6 KB", "position": "964.00;3948.00", "size": "64;19", "children": []}, {"name": null, "role": "AXTextField", "description": null, "role_description": "text field", "value": "Store", "position": "1031.00;3948.00", "size": "64;19", "children": []}]}, {"name": null, "role": "AXRow", "description": null, "role_description": "outline row", "value": null, "position": "158.00;3968.00", "size": "953;21", "children": [{"name": null, "role": "AXGroup", "description": null, "role_description": "group", "value": null, "position": "168.00;3968.00", "size": "208;21", "children": [{"name": null, "role": "AXDisclosureTriangle", "description": null, "role_description": "disclosure triangle", "value": 0, "position": "209.00;3969.00", "size": "13;19", "children": []}, {"name": null, "role": "AXTextField", "description": null, "role_description": "text field", "value": "1211365", "position": "222.00;3969.00", "size": "152;19", "children": []}]}, {"name": null, "role": "AXTextField", "description": null, "role_description": "text field", "value": "2023-12-14 16:10:27", "position": "377.00;3969.00", "size": "115;19", "children": []}, {"name": null, "role": "AXTextField", "description": null, "role_description": "text field", "value": "5 KB", "position": "495.00;3969.00", "size": "64;19", "children": []}, {"name": null, "role": "AXTextField", "description": null, "role_description": "text field", "value": "Folder", "position": "562.00;3969.00", "size": "137;19", "children": []}, {"name": null, "role": "AXTextField", "description": null, "role_description": "text field", "value": "5 KB", "position": "702.00;3969.00", "size": "60;19", "children": []}, {"name": null, "role": "AXTextField", "description": null, "role_description": "text field", "value": "drwxr-xr-x", "position": "765.00;3969.00", "size": "62;19", "children": []}, {"name": null, "role": "AXStaticText", "description": null, "role_description": "text", "value": "", "position": "830.00;3969.00", "size": "64;19", "children": []}, {"name": null, "role": "AXTextField", "description": null, "role_description": "text field", "value": "", "position": "897.00;3969.00", "size": "64;19", "children": []}, {"name": null, "role": "AXTextField", "description": null, "role_description": "text field", "value": "5 KB", "position": "964.00;3969.00", "size": "64;19", "children": []}, {"name": null, "role": "AXTextField", "description": null, "role_description": "text field", "value": "Store", "position": "1031.00;3969.00", "size": "64;19", "children": []}]}, {"name": null, "role": "AXRow", "description": null, "role_description": "outline row", "value": null, "position": "158.00;3989.00", "size": "953;21", "children": [{"name": null, "role": "AXGroup", "description": null, "role_description": "group", "value": null, "position": "168.00;3989.00", "size": "208;21", "children": [{"name": null, "role": "AXDisclosureTriangle", "description": null, "role_description": "disclosure triangle", "value": 0, "position": "209.00;3990.00", "size": "13;19", "children": []}, {"name": null, "role": "AXTextField", "description": null, "role_description": "text field", "value": "1210071", "position": "222.00;3990.00", "size": "152;19", "children": []}]}, {"name": null, "role": "AXTextField", "description": null, "role_description": "text field", "value": "2023-12-14 16:10:30", "position": "377.00;3990.00", "size": "115;19", "children": []}, {"name": null, "role": "AXTextField", "description": null, "role_description": "text field", "value": "7 KB", "position": "495.00;3990.00", "size": "64;19", "children": []}, {"name": null, "role": "AXTextField", "description": null, "role_description": "text field", "value": "Folder", "position": "562.00;3990.00", "size": "137;19", "children": []}, {"name": null, "role": "AXTextField", "description": null, "role_description": "text field", "value": "6 KB", "position": "702.00;3990.00", "size": "60;19", "children": []}, {"name": null, "role": "AXTextField", "description": null, "role_description": "text field", "value": "drwxr-xr-x", "position": "765.00;3990.00", "size": "62;19", "children": []}, {"name": null, "role": "AXStaticText", "description": null, "role_description": "text", "value": "", "position": "830.00;3990.00", "size": "64;19", "children": []}, {"name": null, "role": "AXTextField", "description": null, "role_description": "text field", "value": "", "position": "897.00;3990.00", "size": "64;19", "children": []}, {"name": null, "role": "AXTextField", "description": null, "role_description": "text field", "value": "7 KB", "position": "964.00;3990.00", "size": "64;19", "children": []}, {"name": null, "role": "AXTextField", "description": null, "role_description": "text field", "value": "Store", "position": "1031.00;3990.00", "size": "64;19", "children": []}]}, {"name": null, "role": "AXRow", "description": null, "role_description": "outline row", "value": null, "position": "158.00;4010.00", "size": "953;21", "children": [{"name": null, "role": "AXGroup", "description": null, "role_description": "group", "value": null, "position": "168.00;4010.00", "size": "208;21", "children": [{"name": null, "role": "AXDisclosureTriangle", "description": null, "role_description": "disclosure triangle", "value": 0, "position": "209.00;4011.00", "size": "13;19", "children": []}, {"name": null, "role": "AXTextField", "description": null, "role_description": "text field", "value": "1216386", "position": "222.00;4011.00", "size": "152;19", "children": []}]}, {"name": null, "role": "AXTextField", "description": null, "role_description": "text field", "value": "2023-12-14 16:10:27", "position": "377.00;4011.00", "size": "115;19", "children": []}, {"name": null, "role": "AXTextField", "description": null, "role_description": "text field", "value": "5 KB", "position": "495.00;4011.00", "size": "64;19", "children": []}, {"name": null, "role": "AXTextField", "description": null, "role_description": "text field", "value": "Folder", "position": "562.00;4011.00", "size": "137;19", "children": []}, {"name": null, "role": "AXTextField", "description": null, "role_description": "text field", "value": "5 KB", "position": "702.00;4011.00", "size": "60;19", "children": []}, {"name": null, "role": "AXTextField", "description": null, "role_description": "text field", "value": "drwxr-xr-x", "position": "765.00;4011.00", "size": "62;19", "children": []}, {"name": null, "role": "AXStaticText", "description": null, "role_description": "text", "value": "", "position": "830.00;4011.00", "size": "64;19", "children": []}, {"name": null, "role": "AXTextField", "description": null, "role_description": "text field", "value": "", "position": "897.00;4011.00", "size": "64;19", "children": []}, {"name": null, "role": "AXTextField", "description": null, "role_description": "text field", "value": "5 KB", "position": "964.00;4011.00", "size": "64;19", "children": []}, {"name": null, "role": "AXTextField", "description": null, "role_description": "text field", "value": "Store", "position": "1031.00;4011.00", "size": "64;19", "children": []}]}, {"name": null, "role": "AXRow", "description": null, "role_description": "outline row", "value": null, "position": "158.00;4031.00", "size": "953;21", "children": [{"name": null, "role": "AXGroup", "description": null, "role_description": "group", "value": null, "position": "168.00;4031.00", "size": "208;21", "children": [{"name": null, "role": "AXDisclosureTriangle", "description": null, "role_description": "disclosure triangle", "value": 0, "position": "209.00;4032.00", "size": "13;19", "children": []}, {"name": null, "role": "AXTextField", "description": null, "role_description": "text field", "value": "1217254", "position": "222.00;4032.00", "size": "152;19", "children": []}]}, {"name": null, "role": "AXTextField", "description": null, "role_description": "text field", "value": "2023-12-14 16:10:32", "position": "377.00;4032.00", "size": "115;19", "children": []}, {"name": null, "role": "AXTextField", "description": null, "role_description": "text field", "value": "3 KB", "position": "495.00;4032.00", "size": "64;19", "children": []}, {"name": null, "role": "AXTextField", "description": null, "role_description": "text field", "value": "Folder", "position": "562.00;4032.00", "size": "137;19", "children": []}, {"name": null, "role": "AXTextField", "description": null, "role_description": "text field", "value": "3 KB", "position": "702.00;4032.00", "size": "60;19", "children": []}, {"name": null, "role": "AXTextField", "description": null, "role_description": "text field", "value": "drwxr-xr-x", "position": "765.00;4032.00", "size": "62;19", "children": []}, {"name": null, "role": "AXStaticText", "description": null, "role_description": "text", "value": "", "position": "830.00;4032.00", "size": "64;19", "children": []}, {"name": null, "role": "AXTextField", "description": null, "role_description": "text field", "value": "", "position": "897.00;4032.00", "size": "64;19", "children": []}, {"name": null, "role": "AXTextField", "description": null, "role_description": "text field", "value": "3 KB", "position": "964.00;4032.00", "size": "64;19", "children": []}, {"name": null, "role": "AXTextField", "description": null, "role_description": "text field", "value": "Store", "position": "1031.00;4032.00", "size": "64;19", "children": []}]}, {"name": null, "role": "AXRow", "description": null, "role_description": "outline row", "value": null, "position": "158.00;4052.00", "size": "953;21", "children": [{"name": null, "role": "AXGroup", "description": null, "role_description": "group", "value": null, "position": "168.00;4052.00", "size": "208;21", "children": [{"name": null, "role": "AXDisclosureTriangle", "description": null, "role_description": "disclosure triangle", "value": 0, "position": "209.00;4053.00", "size": "13;19", "children": []}, {"name": null, "role": "AXTextField", "description": null, "role_description": "text field", "value": "1212726", "position": "222.00;4053.00", "size": "152;19", "children": []}]}, {"name": null, "role": "AXTextField", "description": null, "role_description": "text field", "value": "2023-12-14 16:10:29", "position": "377.00;4053.00", "size": "115;19", "children": []}, {"name": null, "role": "AXTextField", "description": null, "role_description": "text field", "value": "5 KB", "position": "495.00;4053.00", "size": "64;19", "children": []}, {"name": null, "role": "AXTextField", "description": null, "role_description": "text field", "value": "Folder", "position": "562.00;4053.00", "size": "137;19", "children": []}, {"name": null, "role": "AXTextField", "description": null, "role_description": "text field", "value": "5 KB", "position": "702.00;4053.00", "size": "60;19", "children": []}, {"name": null, "role": "AXTextField", "description": null, "role_description": "text field", "value": "drwxr-xr-x", "position": "765.00;4053.00", "size": "62;19", "children": []}, {"name": null, "role": "AXStaticText", "description": null, "role_description": "text", "value": "", "position": "830.00;4053.00", "size": "64;19", "children": []}, {"name": null, "role": "AXTextField", "description": null, "role_description": "text field", "value": "", "position": "897.00;4053.00", "size": "64;19", "children": []}, {"name": null, "role": "AXTextField", "description": null, "role_description": "text field", "value": "5 KB", "position": "964.00;4053.00", "size": "64;19", "children": []}, {"name": null, "role": "AXTextField", "description": null, "role_description": "text field", "value": "Store", "position": "1031.00;4053.00", "size": "64;19", "children": []}]}, {"name": null, "role": "AXRow", "description": null, "role_description": "outline row", "value": null, "position": "158.00;4073.00", "size": "953;21", "children": [{"name": null, "role": "AXGroup", "description": null, "role_description": "group", "value": null, "position": "168.00;4073.00", "size": "208;21", "children": [{"name": null, "role": "AXDisclosureTriangle", "description": null, "role_description": "disclosure triangle", "value": 0, "position": "209.00;4074.00", "size": "13;19", "children": []}, {"name": null, "role": "AXTextField", "description": null, "role_description": "text field", "value": "1218812", "position": "222.00;4074.00", "size": "152;19", "children": []}]}, {"name": null, "role": "AXTextField", "description": null, "role_description": "text field", "value": "2023-12-14 16:10:26", "position": "377.00;4074.00", "size": "115;19", "children": []}, {"name": null, "role": "AXTextField", "description": null, "role_description": "text field", "value": "5 KB", "position": "495.00;4074.00", "size": "64;19", "children": []}, {"name": null, "role": "AXTextField", "description": null, "role_description": "text field", "value": "Folder", "position": "562.00;4074.00", "size": "137;19", "children": []}, {"name": null, "role": "AXTextField", "description": null, "role_description": "text field", "value": "5 KB", "position": "702.00;4074.00", "size": "60;19", "children": []}, {"name": null, "role": "AXTextField", "description": null, "role_description": "text field", "value": "drwxr-xr-x", "position": "765.00;4074.00", "size": "62;19", "children": []}, {"name": null, "role": "AXStaticText", "description": null, "role_description": "text", "value": "", "position": "830.00;4074.00", "size": "64;19", "children": []}, {"name": null, "role": "AXTextField", "description": null, "role_description": "text field", "value": "", "position": "897.00;4074.00", "size": "64;19", "children": []}, {"name": null, "role": "AXTextField", "description": null, "role_description": "text field", "value": "5 KB", "position": "964.00;4074.00", "size": "64;19", "children": []}, {"name": null, "role": "AXTextField", "description": null, "role_description": "text field", "value": "Store", "position": "1031.00;4074.00", "size": "64;19", "children": []}]}, {"name": null, "role": "AXRow", "description": null, "role_description": "outline row", "value": null, "position": "158.00;4094.00", "size": "953;21", "children": [{"name": null, "role": "AXGroup", "description": null, "role_description": "group", "value": null, "position": "168.00;4094.00", "size": "208;21", "children": [{"name": null, "role": "AXDisclosureTriangle", "description": null, "role_description": "disclosure triangle", "value": 0, "position": "209.00;4095.00", "size": "13;19", "children": []}, {"name": null, "role": "AXTextField", "description": null, "role_description": "text field", "value": "1217066", "position": "222.00;4095.00", "size": "152;19", "children": []}]}, {"name": null, "role": "AXTextField", "description": null, "role_description": "text field", "value": "2023-12-14 16:10:28", "position": "377.00;4095.00", "size": "115;19", "children": []}, {"name": null, "role": "AXTextField", "description": null, "role_description": "text field", "value": "6 KB", "position": "495.00;4095.00", "size": "64;19", "children": []}, {"name": null, "role": "AXTextField", "description": null, "role_description": "text field", "value": "Folder", "position": "562.00;4095.00", "size": "137;19", "children": []}, {"name": null, "role": "AXTextField", "description": null, "role_description": "text field", "value": "6 KB", "position": "702.00;4095.00", "size": "60;19", "children": []}, {"name": null, "role": "AXTextField", "description": null, "role_description": "text field", "value": "drwxr-xr-x", "position": "765.00;4095.00", "size": "62;19", "children": []}, {"name": null, "role": "AXStaticText", "description": null, "role_description": "text", "value": "", "position": "830.00;4095.00", "size": "64;19", "children": []}, {"name": null, "role": "AXTextField", "description": null, "role_description": "text field", "value": "", "position": "897.00;4095.00", "size": "64;19", "children": []}, {"name": null, "role": "AXTextField", "description": null, "role_description": "text field", "value": "6 KB", "position": "964.00;4095.00", "size": "64;19", "children": []}, {"name": null, "role": "AXTextField", "description": null, "role_description": "text field", "value": "Store", "position": "1031.00;4095.00", "size": "64;19", "children": []}]}, {"name": null, "role": "AXRow", "description": null, "role_description": "outline row", "value": null, "position": "158.00;4115.00", "size": "953;21", "children": [{"name": null, "role": "AXGroup", "description": null, "role_description": "group", "value": null, "position": "168.00;4115.00", "size": "208;21", "children": [{"name": null, "role": "AXDisclosureTriangle", "description": null, "role_description": "disclosure triangle", "value": 0, "position": "209.00;4116.00", "size": "13;19", "children": []}, {"name": null, "role": "AXTextField", "description": null, "role_description": "text field", "value": "1210243", "position": "222.00;4116.00", "size": "152;19", "children": []}]}, {"name": null, "role": "AXTextField", "description": null, "role_description": "text field", "value": "2023-12-14 16:10:29", "position": "377.00;4116.00", "size": "115;19", "children": []}, {"name": null, "role": "AXTextField", "description": null, "role_description": "text field", "value": "9 KB", "position": "495.00;4116.00", "size": "64;19", "children": []}, {"name": null, "role": "AXTextField", "description": null, "role_description": "text field", "value": "Folder", "position": "562.00;4116.00", "size": "137;19", "children": []}, {"name": null, "role": "AXTextField", "description": null, "role_description": "text field", "value": "9 KB", "position": "702.00;4116.00", "size": "60;19", "children": []}, {"name": null, "role": "AXTextField", "description": null, "role_description": "text field", "value": "drwxr-xr-x", "position": "765.00;4116.00", "size": "62;19", "children": []}, {"name": null, "role": "AXStaticText", "description": null, "role_description": "text", "value": "", "position": "830.00;4116.00", "size": "64;19", "children": []}, {"name": null, "role": "AXTextField", "description": null, "role_description": "text field", "value": "", "position": "897.00;4116.00", "size": "64;19", "children": []}, {"name": null, "role": "AXTextField", "description": null, "role_description": "text field", "value": "9 KB", "position": "964.00;4116.00", "size": "64;19", "children": []}, {"name": null, "role": "AXTextField", "description": null, "role_description": "text field", "value": "Store", "position": "1031.00;4116.00", "size": "64;19", "children": []}]}, {"name": null, "role": "AXRow", "description": null, "role_description": "outline row", "value": null, "position": "158.00;4136.00", "size": "953;21", "children": [{"name": null, "role": "AXGroup", "description": null, "role_description": "group", "value": null, "position": "168.00;4136.00", "size": "208;21", "children": [{"name": null, "role": "AXDisclosureTriangle", "description": null, "role_description": "disclosure triangle", "value": 0, "position": "209.00;4137.00", "size": "13;19", "children": []}, {"name": null, "role": "AXTextField", "description": null, "role_description": "text field", "value": "1211391", "position": "222.00;4137.00", "size": "152;19", "children": []}]}, {"name": null, "role": "AXTextField", "description": null, "role_description": "text field", "value": "2023-12-14 16:10:31", "position": "377.00;4137.00", "size": "115;19", "children": []}, {"name": null, "role": "AXTextField", "description": null, "role_description": "text field", "value": "6 KB", "position": "495.00;4137.00", "size": "64;19", "children": []}, {"name": null, "role": "AXTextField", "description": null, "role_description": "text field", "value": "Folder", "position": "562.00;4137.00", "size": "137;19", "children": []}, {"name": null, "role": "AXTextField", "description": null, "role_description": "text field", "value": "6 KB", "position": "702.00;4137.00", "size": "60;19", "children": []}, {"name": null, "role": "AXTextField", "description": null, "role_description": "text field", "value": "drwxr-xr-x", "position": "765.00;4137.00", "size": "62;19", "children": []}, {"name": null, "role": "AXStaticText", "description": null, "role_description": "text", "value": "", "position": "830.00;4137.00", "size": "64;19", "children": []}, {"name": null, "role": "AXTextField", "description": null, "role_description": "text field", "value": "", "position": "897.00;4137.00", "size": "64;19", "children": []}, {"name": null, "role": "AXTextField", "description": null, "role_description": "text field", "value": "6 KB", "position": "964.00;4137.00", "size": "64;19", "children": []}, {"name": null, "role": "AXTextField", "description": null, "role_description": "text field", "value": "Store", "position": "1031.00;4137.00", "size": "64;19", "children": []}]}, {"name": null, "role": "AXRow", "description": null, "role_description": "outline row", "value": null, "position": "158.00;4157.00", "size": "953;21", "children": [{"name": null, "role": "AXGroup", "description": null, "role_description": "group", "value": null, "position": "168.00;4157.00", "size": "208;21", "children": [{"name": null, "role": "AXDisclosureTriangle", "description": null, "role_description": "disclosure triangle", "value": 0, "position": "209.00;4158.00", "size": "13;19", "children": []}, {"name": null, "role": "AXTextField", "description": null, "role_description": "text field", "value": "1215731", "position": "222.00;4158.00", "size": "152;19", "children": []}]}, {"name": null, "role": "AXTextField", "description": null, "role_description": "text field", "value": "2023-12-14 16:10:31", "position": "377.00;4158.00", "size": "115;19", "children": []}, {"name": null, "role": "AXTextField", "description": null, "role_description": "text field", "value": "6 KB", "position": "495.00;4158.00", "size": "64;19", "children": []}, {"name": null, "role": "AXTextField", "description": null, "role_description": "text field", "value": "Folder", "position": "562.00;4158.00", "size": "137;19", "children": []}, {"name": null, "role": "AXTextField", "description": null, "role_description": "text field", "value": "6 KB", "position": "702.00;4158.00", "size": "60;19", "children": []}, {"name": null, "role": "AXTextField", "description": null, "role_description": "text field", "value": "drwxr-xr-x", "position": "765.00;4158.00", "size": "62;19", "children": []}, {"name": null, "role": "AXStaticText", "description": null, "role_description": "text", "value": "", "position": "830.00;4158.00", "size": "64;19", "children": []}, {"name": null, "role": "AXTextField", "description": null, "role_description": "text field", "value": "", "position": "897.00;4158.00", "size": "64;19", "children": []}, {"name": null, "role": "AXTextField", "description": null, "role_description": "text field", "value": "6 KB", "position": "964.00;4158.00", "size": "64;19", "children": []}, {"name": null, "role": "AXTextField", "description": null, "role_description": "text field", "value": "Store", "position": "1031.00;4158.00", "size": "64;19", "children": []}]}, {"name": null, "role": "AXRow", "description": null, "role_description": "outline row", "value": null, "position": "158.00;4178.00", "size": "953;21", "children": [{"name": null, "role": "AXGroup", "description": null, "role_description": "group", "value": null, "position": "168.00;4178.00", "size": "208;21", "children": [{"name": null, "role": "AXDisclosureTriangle", "description": null, "role_description": "disclosure triangle", "value": 0, "position": "209.00;4179.00", "size": "13;19", "children": []}, {"name": null, "role": "AXTextField", "description": null, "role_description": "text field", "value": "1217402", "position": "222.00;4179.00", "size": "152;19", "children": []}]}, {"name": null, "role": "AXTextField", "description": null, "role_description": "text field", "value": "2023-12-14 16:10:27", "position": "377.00;4179.00", "size": "115;19", "children": []}, {"name": null, "role": "AXTextField", "description": null, "role_description": "text field", "value": "5 KB", "position": "495.00;4179.00", "size": "64;19", "children": []}, {"name": null, "role": "AXTextField", "description": null, "role_description": "text field", "value": "Folder", "position": "562.00;4179.00", "size": "137;19", "children": []}, {"name": null, "role": "AXTextField", "description": null, "role_description": "text field", "value": "5 KB", "position": "702.00;4179.00", "size": "60;19", "children": []}, {"name": null, "role": "AXTextField", "description": null, "role_description": "text field", "value": "drwxr-xr-x", "position": "765.00;4179.00", "size": "62;19", "children": []}, {"name": null, "role": "AXStaticText", "description": null, "role_description": "text", "value": "", "position": "830.00;4179.00", "size": "64;19", "children": []}, {"name": null, "role": "AXTextField", "description": null, "role_description": "text field", "value": "", "position": "897.00;4179.00", "size": "64;19", "children": []}, {"name": null, "role": "AXTextField", "description": null, "role_description": "text field", "value": "5 KB", "position": "964.00;4179.00", "size": "64;19", "children": []}, {"name": null, "role": "AXTextField", "description": null, "role_description": "text field", "value": "Store", "position": "1031.00;4179.00", "size": "64;19", "children": []}]}, {"name": null, "role": "AXRow", "description": null, "role_description": "outline row", "value": null, "position": "158.00;4199.00", "size": "953;21", "children": [{"name": null, "role": "AXGroup", "description": null, "role_description": "group", "value": null, "position": "168.00;4199.00", "size": "208;21", "children": [{"name": null, "role": "AXDisclosureTriangle", "description": null, "role_description": "disclosure triangle", "value": 0, "position": "209.00;4200.00", "size": "13;19", "children": []}, {"name": null, "role": "AXTextField", "description": null, "role_description": "text field", "value": "1214287", "position": "222.00;4200.00", "size": "152;19", "children": []}]}, {"name": null, "role": "AXTextField", "description": null, "role_description": "text field", "value": "2023-12-14 16:10:30", "position": "377.00;4200.00", "size": "115;19", "children": []}, {"name": null, "role": "AXTextField", "description": null, "role_description": "text field", "value": "5 KB", "position": "495.00;4200.00", "size": "64;19", "children": []}, {"name": null, "role": "AXTextField", "description": null, "role_description": "text field", "value": "Folder", "position": "562.00;4200.00", "size": "137;19", "children": []}, {"name": null, "role": "AXTextField", "description": null, "role_description": "text field", "value": "5 KB", "position": "702.00;4200.00", "size": "60;19", "children": []}, {"name": null, "role": "AXTextField", "description": null, "role_description": "text field", "value": "drwxr-xr-x", "position": "765.00;4200.00", "size": "62;19", "children": []}, {"name": null, "role": "AXStaticText", "description": null, "role_description": "text", "value": "", "position": "830.00;4200.00", "size": "64;19", "children": []}, {"name": null, "role": "AXTextField", "description": null, "role_description": "text field", "value": "", "position": "897.00;4200.00", "size": "64;19", "children": []}, {"name": null, "role": "AXTextField", "description": null, "role_description": "text field", "value": "5 KB", "position": "964.00;4200.00", "size": "64;19", "children": []}, {"name": null, "role": "AXTextField", "description": null, "role_description": "text field", "value": "Store", "position": "1031.00;4200.00", "size": "64;19", "children": []}]}, {"name": null, "role": "AXRow", "description": null, "role_description": "outline row", "value": null, "position": "158.00;4220.00", "size": "953;21", "children": [{"name": null, "role": "AXGroup", "description": null, "role_description": "group", "value": null, "position": "168.00;4220.00", "size": "208;21", "children": [{"name": null, "role": "AXDisclosureTriangle", "description": null, "role_description": "disclosure triangle", "value": 0, "position": "209.00;4221.00", "size": "13;19", "children": []}, {"name": null, "role": "AXTextField", "description": null, "role_description": "text field", "value": "1210415", "position": "222.00;4221.00", "size": "152;19", "children": []}]}, {"name": null, "role": "AXTextField", "description": null, "role_description": "text field", "value": "2023-12-14 16:10:30", "position": "377.00;4221.00", "size": "115;19", "children": []}, {"name": null, "role": "AXTextField", "description": null, "role_description": "text field", "value": "4 KB", "position": "495.00;4221.00", "size": "64;19", "children": []}, {"name": null, "role": "AXTextField", "description": null, "role_description": "text field", "value": "Folder", "position": "562.00;4221.00", "size": "137;19", "children": []}, {"name": null, "role": "AXTextField", "description": null, "role_description": "text field", "value": "4 KB", "position": "702.00;4221.00", "size": "60;19", "children": []}, {"name": null, "role": "AXTextField", "description": null, "role_description": "text field", "value": "drwxr-xr-x", "position": "765.00;4221.00", "size": "62;19", "children": []}, {"name": null, "role": "AXStaticText", "description": null, "role_description": "text", "value": "", "position": "830.00;4221.00", "size": "64;19", "children": []}, {"name": null, "role": "AXTextField", "description": null, "role_description": "text field", "value": "", "position": "897.00;4221.00", "size": "64;19", "children": []}, {"name": null, "role": "AXTextField", "description": null, "role_description": "text field", "value": "4 KB", "position": "964.00;4221.00", "size": "64;19", "children": []}, {"name": null, "role": "AXTextField", "description": null, "role_description": "text field", "value": "Store", "position": "1031.00;4221.00", "size": "64;19", "children": []}]}, {"name": null, "role": "AXRow", "description": null, "role_description": "outline row", "value": null, "position": "158.00;4241.00", "size": "953;21", "children": [{"name": null, "role": "AXGroup", "description": null, "role_description": "group", "value": null, "position": "168.00;4241.00", "size": "208;21", "children": [{"name": null, "role": "AXDisclosureTriangle", "description": null, "role_description": "disclosure triangle", "value": 0, "position": "209.00;4242.00", "size": "13;19", "children": []}, {"name": null, "role": "AXTextField", "description": null, "role_description": "text field", "value": "1214889", "position": "222.00;4242.00", "size": "152;19", "children": []}]}, {"name": null, "role": "AXTextField", "description": null, "role_description": "text field", "value": "2023-12-14 16:10:26", "position": "377.00;4242.00", "size": "115;19", "children": []}, {"name": null, "role": "AXTextField", "description": null, "role_description": "text field", "value": "6 KB", "position": "495.00;4242.00", "size": "64;19", "children": []}, {"name": null, "role": "AXTextField", "description": null, "role_description": "text field", "value": "Folder", "position": "562.00;4242.00", "size": "137;19", "children": []}, {"name": null, "role": "AXTextField", "description": null, "role_description": "text field", "value": "6 KB", "position": "702.00;4242.00", "size": "60;19", "children": []}, {"name": null, "role": "AXTextField", "description": null, "role_description": "text field", "value": "drwxr-xr-x", "position": "765.00;4242.00", "size": "62;19", "children": []}, {"name": null, "role": "AXStaticText", "description": null, "role_description": "text", "value": "", "position": "830.00;4242.00", "size": "64;19", "children": []}, {"name": null, "role": "AXTextField", "description": null, "role_description": "text field", "value": "", "position": "897.00;4242.00", "size": "64;19", "children": []}, {"name": null, "role": "AXTextField", "description": null, "role_description": "text field", "value": "6 KB", "position": "964.00;4242.00", "size": "64;19", "children": []}, {"name": null, "role": "AXTextField", "description": null, "role_description": "text field", "value": "Store", "position": "1031.00;4242.00", "size": "64;19", "children": []}]}, {"name": null, "role": "AXRow", "description": null, "role_description": "outline row", "value": null, "position": "158.00;4262.00", "size": "953;21", "children": [{"name": null, "role": "AXGroup", "description": null, "role_description": "group", "value": null, "position": "168.00;4262.00", "size": "208;21", "children": [{"name": null, "role": "AXDisclosureTriangle", "description": null, "role_description": "disclosure triangle", "value": 0, "position": "209.00;4263.00", "size": "13;19", "children": []}, {"name": null, "role": "AXTextField", "description": null, "role_description": "text field", "value": "1215167", "position": "222.00;4263.00", "size": "152;19", "children": []}]}, {"name": null, "role": "AXTextField", "description": null, "role_description": "text field", "value": "2023-12-14 16:10:29", "position": "377.00;4263.00", "size": "115;19", "children": []}, {"name": null, "role": "AXTextField", "description": null, "role_description": "text field", "value": "7 KB", "position": "495.00;4263.00", "size": "64;19", "children": []}, {"name": null, "role": "AXTextField", "description": null, "role_description": "text field", "value": "Folder", "position": "562.00;4263.00", "size": "137;19", "children": []}, {"name": null, "role": "AXTextField", "description": null, "role_description": "text field", "value": "7 KB", "position": "702.00;4263.00", "size": "60;19", "children": []}, {"name": null, "role": "AXTextField", "description": null, "role_description": "text field", "value": "drwxr-xr-x", "position": "765.00;4263.00", "size": "62;19", "children": []}, {"name": null, "role": "AXStaticText", "description": null, "role_description": "text", "value": "", "position": "830.00;4263.00", "size": "64;19", "children": []}, {"name": null, "role": "AXTextField", "description": null, "role_description": "text field", "value": "", "position": "897.00;4263.00", "size": "64;19", "children": []}, {"name": null, "role": "AXTextField", "description": null, "role_description": "text field", "value": "7 KB", "position": "964.00;4263.00", "size": "64;19", "children": []}, {"name": null, "role": "AXTextField", "description": null, "role_description": "text field", "value": "Store", "position": "1031.00;4263.00", "size": "64;19", "children": []}]}, {"name": null, "role": "AXRow", "description": null, "role_description": "outline row", "value": null, "position": "158.00;4283.00", "size": "953;21", "children": [{"name": null, "role": "AXGroup", "description": null, "role_description": "group", "value": null, "position": "168.00;4283.00", "size": "208;21", "children": [{"name": null, "role": "AXDisclosureTriangle", "description": null, "role_description": "disclosure triangle", "value": 0, "position": "209.00;4284.00", "size": "13;19", "children": []}, {"name": null, "role": "AXTextField", "description": null, "role_description": "text field", "value": "1217630", "position": "222.00;4284.00", "size": "152;19", "children": []}]}, {"name": null, "role": "AXTextField", "description": null, "role_description": "text field", "value": "2023-12-14 16:10:27", "position": "377.00;4284.00", "size": "115;19", "children": []}, {"name": null, "role": "AXTextField", "description": null, "role_description": "text field", "value": "5 KB", "position": "495.00;4284.00", "size": "64;19", "children": []}, {"name": null, "role": "AXTextField", "description": null, "role_description": "text field", "value": "Folder", "position": "562.00;4284.00", "size": "137;19", "children": []}, {"name": null, "role": "AXTextField", "description": null, "role_description": "text field", "value": "5 KB", "position": "702.00;4284.00", "size": "60;19", "children": []}, {"name": null, "role": "AXTextField", "description": null, "role_description": "text field", "value": "drwxr-xr-x", "position": "765.00;4284.00", "size": "62;19", "children": []}, {"name": null, "role": "AXStaticText", "description": null, "role_description": "text", "value": "", "position": "830.00;4284.00", "size": "64;19", "children": []}, {"name": null, "role": "AXTextField", "description": null, "role_description": "text field", "value": "", "position": "897.00;4284.00", "size": "64;19", "children": []}, {"name": null, "role": "AXTextField", "description": null, "role_description": "text field", "value": "5 KB", "position": "964.00;4284.00", "size": "64;19", "children": []}, {"name": null, "role": "AXTextField", "description": null, "role_description": "text field", "value": "Store", "position": "1031.00;4284.00", "size": "64;19", "children": []}]}, {"name": null, "role": "AXRow", "description": null, "role_description": "outline row", "value": null, "position": "158.00;4304.00", "size": "953;21", "children": [{"name": null, "role": "AXGroup", "description": null, "role_description": "group", "value": null, "position": "168.00;4304.00", "size": "208;21", "children": [{"name": null, "role": "AXDisclosureTriangle", "description": null, "role_description": "disclosure triangle", "value": 0, "position": "209.00;4305.00", "size": "13;19", "children": []}, {"name": null, "role": "AXTextField", "description": null, "role_description": "text field", "value": "1218678", "position": "222.00;4305.00", "size": "152;19", "children": []}]}, {"name": null, "role": "AXTextField", "description": null, "role_description": "text field", "value": "2023-12-14 16:10:32", "position": "377.00;4305.00", "size": "115;19", "children": []}, {"name": null, "role": "AXTextField", "description": null, "role_description": "text field", "value": "4 KB", "position": "495.00;4305.00", "size": "64;19", "children": []}, {"name": null, "role": "AXTextField", "description": null, "role_description": "text field", "value": "Folder", "position": "562.00;4305.00", "size": "137;19", "children": []}, {"name": null, "role": "AXTextField", "description": null, "role_description": "text field", "value": "4 KB", "position": "702.00;4305.00", "size": "60;19", "children": []}, {"name": null, "role": "AXTextField", "description": null, "role_description": "text field", "value": "drwxr-xr-x", "position": "765.00;4305.00", "size": "62;19", "children": []}, {"name": null, "role": "AXStaticText", "description": null, "role_description": "text", "value": "", "position": "830.00;4305.00", "size": "64;19", "children": []}, {"name": null, "role": "AXTextField", "description": null, "role_description": "text field", "value": "", "position": "897.00;4305.00", "size": "64;19", "children": []}, {"name": null, "role": "AXTextField", "description": null, "role_description": "text field", "value": "4 KB", "position": "964.00;4305.00", "size": "64;19", "children": []}, {"name": null, "role": "AXTextField", "description": null, "role_description": "text field", "value": "Store", "position": "1031.00;4305.00", "size": "64;19", "children": []}]}, {"name": null, "role": "AXRow", "description": null, "role_description": "outline row", "value": null, "position": "158.00;4325.00", "size": "953;21", "children": [{"name": null, "role": "AXGroup", "description": null, "role_description": "group", "value": null, "position": "168.00;4325.00", "size": "208;21", "children": [{"name": null, "role": "AXDisclosureTriangle", "description": null, "role_description": "disclosure triangle", "value": 0, "position": "209.00;4326.00", "size": "13;19", "children": []}, {"name": null, "role": "AXTextField", "description": null, "role_description": "text field", "value": "1212342", "position": "222.00;4326.00", "size": "152;19", "children": []}]}, {"name": null, "role": "AXTextField", "description": null, "role_description": "text field", "value": "2023-12-14 16:10:30", "position": "377.00;4326.00", "size": "115;19", "children": []}, {"name": null, "role": "AXTextField", "description": null, "role_description": "text field", "value": "6 KB", "position": "495.00;4326.00", "size": "64;19", "children": []}, {"name": null, "role": "AXTextField", "description": null, "role_description": "text field", "value": "Folder", "position": "562.00;4326.00", "size": "137;19", "children": []}, {"name": null, "role": "AXTextField", "description": null, "role_description": "text field", "value": "6 KB", "position": "702.00;4326.00", "size": "60;19", "children": []}, {"name": null, "role": "AXTextField", "description": null, "role_description": "text field", "value": "drwxr-xr-x", "position": "765.00;4326.00", "size": "62;19", "children": []}, {"name": null, "role": "AXStaticText", "description": null, "role_description": "text", "value": "", "position": "830.00;4326.00", "size": "64;19", "children": []}, {"name": null, "role": "AXTextField", "description": null, "role_description": "text field", "value": "", "position": "897.00;4326.00", "size": "64;19", "children": []}, {"name": null, "role": "AXTextField", "description": null, "role_description": "text field", "value": "6 KB", "position": "964.00;4326.00", "size": "64;19", "children": []}, {"name": null, "role": "AXTextField", "description": null, "role_description": "text field", "value": "Store", "position": "1031.00;4326.00", "size": "64;19", "children": []}]}, {"name": null, "role": "AXRow", "description": null, "role_description": "outline row", "value": null, "position": "158.00;4346.00", "size": "953;21", "children": [{"name": null, "role": "AXGroup", "description": null, "role_description": "group", "value": null, "position": "168.00;4346.00", "size": "208;21", "children": [{"name": null, "role": "AXDisclosureTriangle", "description": null, "role_description": "disclosure triangle", "value": 0, "position": "209.00;4347.00", "size": "13;19", "children": []}, {"name": null, "role": "AXTextField", "description": null, "role_description": "text field", "value": "1210288", "position": "222.00;4347.00", "size": "152;19", "children": []}]}, {"name": null, "role": "AXTextField", "description": null, "role_description": "text field", "value": "2023-12-14 16:10:26", "position": "377.00;4347.00", "size": "115;19", "children": []}, {"name": null, "role": "AXTextField", "description": null, "role_description": "text field", "value": "6 KB", "position": "495.00;4347.00", "size": "64;19", "children": []}, {"name": null, "role": "AXTextField", "description": null, "role_description": "text field", "value": "Folder", "position": "562.00;4347.00", "size": "137;19", "children": []}, {"name": null, "role": "AXTextField", "description": null, "role_description": "text field", "value": "6 KB", "position": "702.00;4347.00", "size": "60;19", "children": []}, {"name": null, "role": "AXTextField", "description": null, "role_description": "text field", "value": "drwxr-xr-x", "position": "765.00;4347.00", "size": "62;19", "children": []}, {"name": null, "role": "AXStaticText", "description": null, "role_description": "text", "value": "", "position": "830.00;4347.00", "size": "64;19", "children": []}, {"name": null, "role": "AXTextField", "description": null, "role_description": "text field", "value": "", "position": "897.00;4347.00", "size": "64;19", "children": []}, {"name": null, "role": "AXTextField", "description": null, "role_description": "text field", "value": "6 KB", "position": "964.00;4347.00", "size": "64;19", "children": []}, {"name": null, "role": "AXTextField", "description": null, "role_description": "text field", "value": "Store", "position": "1031.00;4347.00", "size": "64;19", "children": []}]}, {"name": null, "role": "AXRow", "description": null, "role_description": "outline row", "value": null, "position": "158.00;4367.00", "size": "953;21", "children": [{"name": null, "role": "AXGroup", "description": null, "role_description": "group", "value": null, "position": "168.00;4367.00", "size": "208;21", "children": [{"name": null, "role": "AXDisclosureTriangle", "description": null, "role_description": "disclosure triangle", "value": 0, "position": "209.00;4368.00", "size": "13;19", "children": []}, {"name": null, "role": "AXTextField", "description": null, "role_description": "text field", "value": "1214628", "position": "222.00;4368.00", "size": "152;19", "children": []}]}, {"name": null, "role": "AXTextField", "description": null, "role_description": "text field", "value": "2023-12-14 16:10:27", "position": "377.00;4368.00", "size": "115;19", "children": []}, {"name": null, "role": "AXTextField", "description": null, "role_description": "text field", "value": "7 KB", "position": "495.00;4368.00", "size": "64;19", "children": []}, {"name": null, "role": "AXTextField", "description": null, "role_description": "text field", "value": "Folder", "position": "562.00;4368.00", "size": "137;19", "children": []}, {"name": null, "role": "AXTextField", "description": null, "role_description": "text field", "value": "6 KB", "position": "702.00;4368.00", "size": "60;19", "children": []}, {"name": null, "role": "AXTextField", "description": null, "role_description": "text field", "value": "drwxr-xr-x", "position": "765.00;4368.00", "size": "62;19", "children": []}, {"name": null, "role": "AXStaticText", "description": null, "role_description": "text", "value": "", "position": "830.00;4368.00", "size": "64;19", "children": []}, {"name": null, "role": "AXTextField", "description": null, "role_description": "text field", "value": "", "position": "897.00;4368.00", "size": "64;19", "children": []}, {"name": null, "role": "AXTextField", "description": null, "role_description": "text field", "value": "7 KB", "position": "964.00;4368.00", "size": "64;19", "children": []}, {"name": null, "role": "AXTextField", "description": null, "role_description": "text field", "value": "Store", "position": "1031.00;4368.00", "size": "64;19", "children": []}]}, {"name": null, "role": "AXRow", "description": null, "role_description": "outline row", "value": null, "position": "158.00;4388.00", "size": "953;21", "children": [{"name": null, "role": "AXGroup", "description": null, "role_description": "group", "value": null, "position": "168.00;4388.00", "size": "208;21", "children": [{"name": null, "role": "AXDisclosureTriangle", "description": null, "role_description": "disclosure triangle", "value": 0, "position": "209.00;4389.00", "size": "13;19", "children": []}, {"name": null, "role": "AXTextField", "description": null, "role_description": "text field", "value": "1216943", "position": "222.00;4389.00", "size": "152;19", "children": []}]}, {"name": null, "role": "AXTextField", "description": null, "role_description": "text field", "value": "2023-12-14 16:10:31", "position": "377.00;4389.00", "size": "115;19", "children": []}, {"name": null, "role": "AXTextField", "description": null, "role_description": "text field", "value": "6 KB", "position": "495.00;4389.00", "size": "64;19", "children": []}, {"name": null, "role": "AXTextField", "description": null, "role_description": "text field", "value": "Folder", "position": "562.00;4389.00", "size": "137;19", "children": []}, {"name": null, "role": "AXTextField", "description": null, "role_description": "text field", "value": "6 KB", "position": "702.00;4389.00", "size": "60;19", "children": []}, {"name": null, "role": "AXTextField", "description": null, "role_description": "text field", "value": "drwxr-xr-x", "position": "765.00;4389.00", "size": "62;19", "children": []}, {"name": null, "role": "AXStaticText", "description": null, "role_description": "text", "value": "", "position": "830.00;4389.00", "size": "64;19", "children": []}, {"name": null, "role": "AXTextField", "description": null, "role_description": "text field", "value": "", "position": "897.00;4389.00", "size": "64;19", "children": []}, {"name": null, "role": "AXTextField", "description": null, "role_description": "text field", "value": "6 KB", "position": "964.00;4389.00", "size": "64;19", "children": []}, {"name": null, "role": "AXTextField", "description": null, "role_description": "text field", "value": "Store", "position": "1031.00;4389.00", "size": "64;19", "children": []}]}, {"name": null, "role": "AXRow", "description": null, "role_description": "outline row", "value": null, "position": "158.00;4409.00", "size": "953;21", "children": [{"name": null, "role": "AXGroup", "description": null, "role_description": "group", "value": null, "position": "168.00;4409.00", "size": "208;21", "children": [{"name": null, "role": "AXDisclosureTriangle", "description": null, "role_description": "disclosure triangle", "value": 0, "position": "209.00;4410.00", "size": "13;19", "children": []}, {"name": null, "role": "AXTextField", "description": null, "role_description": "text field", "value": "1219137", "position": "222.00;4410.00", "size": "152;19", "children": []}]}, {"name": null, "role": "AXTextField", "description": null, "role_description": "text field", "value": "2023-12-14 16:10:26", "position": "377.00;4410.00", "size": "115;19", "children": []}, {"name": null, "role": "AXTextField", "description": null, "role_description": "text field", "value": "9 KB", "position": "495.00;4410.00", "size": "64;19", "children": []}, {"name": null, "role": "AXTextField", "description": null, "role_description": "text field", "value": "Folder", "position": "562.00;4410.00", "size": "137;19", "children": []}, {"name": null, "role": "AXTextField", "description": null, "role_description": "text field", "value": "9 KB", "position": "702.00;4410.00", "size": "60;19", "children": []}, {"name": null, "role": "AXTextField", "description": null, "role_description": "text field", "value": "drwxr-xr-x", "position": "765.00;4410.00", "size": "62;19", "children": []}, {"name": null, "role": "AXStaticText", "description": null, "role_description": "text", "value": "", "position": "830.00;4410.00", "size": "64;19", "children": []}, {"name": null, "role": "AXTextField", "description": null, "role_description": "text field", "value": "", "position": "897.00;4410.00", "size": "64;19", "children": []}, {"name": null, "role": "AXTextField", "description": null, "role_description": "text field", "value": "9 KB", "position": "964.00;4410.00", "size": "64;19", "children": []}, {"name": null, "role": "AXTextField", "description": null, "role_description": "text field", "value": "Store", "position": "1031.00;4410.00", "size": "64;19", "children": []}]}, {"name": null, "role": "AXRow", "description": null, "role_description": "outline row", "value": null, "position": "158.00;4430.00", "size": "953;21", "children": [{"name": null, "role": "AXGroup", "description": null, "role_description": "group", "value": null, "position": "168.00;4430.00", "size": "208;21", "children": [{"name": null, "role": "AXDisclosureTriangle", "description": null, "role_description": "disclosure triangle", "value": 0, "position": "209.00;4431.00", "size": "13;19", "children": []}, {"name": null, "role": "AXTextField", "description": null, "role_description": "text field", "value": "1217891", "position": "222.00;4431.00", "size": "152;19", "children": []}]}, {"name": null, "role": "AXTextField", "description": null, "role_description": "text field", "value": "2023-12-14 16:10:26", "position": "377.00;4431.00", "size": "115;19", "children": []}, {"name": null, "role": "AXTextField", "description": null, "role_description": "text field", "value": "5 KB", "position": "495.00;4431.00", "size": "64;19", "children": []}, {"name": null, "role": "AXTextField", "description": null, "role_description": "text field", "value": "Folder", "position": "562.00;4431.00", "size": "137;19", "children": []}, {"name": null, "role": "AXTextField", "description": null, "role_description": "text field", "value": "5 KB", "position": "702.00;4431.00", "size": "60;19", "children": []}, {"name": null, "role": "AXTextField", "description": null, "role_description": "text field", "value": "drwxr-xr-x", "position": "765.00;4431.00", "size": "62;19", "children": []}, {"name": null, "role": "AXStaticText", "description": null, "role_description": "text", "value": "", "position": "830.00;4431.00", "size": "64;19", "children": []}, {"name": null, "role": "AXTextField", "description": null, "role_description": "text field", "value": "", "position": "897.00;4431.00", "size": "64;19", "children": []}, {"name": null, "role": "AXTextField", "description": null, "role_description": "text field", "value": "5 KB", "position": "964.00;4431.00", "size": "64;19", "children": []}, {"name": null, "role": "AXTextField", "description": null, "role_description": "text field", "value": "Store", "position": "1031.00;4431.00", "size": "64;19", "children": []}]}, {"name": null, "role": "AXRow", "description": null, "role_description": "outline row", "value": null, "position": "158.00;4451.00", "size": "953;21", "children": [{"name": null, "role": "AXGroup", "description": null, "role_description": "group", "value": null, "position": "168.00;4451.00", "size": "208;21", "children": [{"name": null, "role": "AXDisclosureTriangle", "description": null, "role_description": "disclosure triangle", "value": 0, "position": "209.00;4452.00", "size": "13;19", "children": []}, {"name": null, "role": "AXTextField", "description": null, "role_description": "text field", "value": "1211168", "position": "222.00;4452.00", "size": "152;19", "children": []}]}, {"name": null, "role": "AXTextField", "description": null, "role_description": "text field", "value": "2023-12-14 16:10:30", "position": "377.00;4452.00", "size": "115;19", "children": []}, {"name": null, "role": "AXTextField", "description": null, "role_description": "text field", "value": "7 KB", "position": "495.00;4452.00", "size": "64;19", "children": []}, {"name": null, "role": "AXTextField", "description": null, "role_description": "text field", "value": "Folder", "position": "562.00;4452.00", "size": "137;19", "children": []}, {"name": null, "role": "AXTextField", "description": null, "role_description": "text field", "value": "6 KB", "position": "702.00;4452.00", "size": "60;19", "children": []}, {"name": null, "role": "AXTextField", "description": null, "role_description": "text field", "value": "drwxr-xr-x", "position": "765.00;4452.00", "size": "62;19", "children": []}, {"name": null, "role": "AXStaticText", "description": null, "role_description": "text", "value": "", "position": "830.00;4452.00", "size": "64;19", "children": []}, {"name": null, "role": "AXTextField", "description": null, "role_description": "text field", "value": "", "position": "897.00;4452.00", "size": "64;19", "children": []}, {"name": null, "role": "AXTextField", "description": null, "role_description": "text field", "value": "7 KB", "position": "964.00;4452.00", "size": "64;19", "children": []}, {"name": null, "role": "AXTextField", "description": null, "role_description": "text field", "value": "Store", "position": "1031.00;4452.00", "size": "64;19", "children": []}]}, {"name": null, "role": "AXRow", "description": null, "role_description": "outline row", "value": null, "position": "158.00;4472.00", "size": "953;21", "children": [{"name": null, "role": "AXGroup", "description": null, "role_description": "group", "value": null, "position": "168.00;4472.00", "size": "208;21", "children": [{"name": null, "role": "AXDisclosureTriangle", "description": null, "role_description": "disclosure triangle", "value": 0, "position": "209.00;4473.00", "size": "13;19", "children": []}, {"name": null, "role": "AXTextField", "description": null, "role_description": "text field", "value": "1216729", "position": "222.00;4473.00", "size": "152;19", "children": []}]}, {"name": null, "role": "AXTextField", "description": null, "role_description": "text field", "value": "2023-12-14 16:10:30", "position": "377.00;4473.00", "size": "115;19", "children": []}, {"name": null, "role": "AXTextField", "description": null, "role_description": "text field", "value": "5 KB", "position": "495.00;4473.00", "size": "64;19", "children": []}, {"name": null, "role": "AXTextField", "description": null, "role_description": "text field", "value": "Folder", "position": "562.00;4473.00", "size": "137;19", "children": []}, {"name": null, "role": "AXTextField", "description": null, "role_description": "text field", "value": "4 KB", "position": "702.00;4473.00", "size": "60;19", "children": []}, {"name": null, "role": "AXTextField", "description": null, "role_description": "text field", "value": "drwxr-xr-x", "position": "765.00;4473.00", "size": "62;19", "children": []}, {"name": null, "role": "AXStaticText", "description": null, "role_description": "text", "value": "", "position": "830.00;4473.00", "size": "64;19", "children": []}, {"name": null, "role": "AXTextField", "description": null, "role_description": "text field", "value": "", "position": "897.00;4473.00", "size": "64;19", "children": []}, {"name": null, "role": "AXTextField", "description": null, "role_description": "text field", "value": "5 KB", "position": "964.00;4473.00", "size": "64;19", "children": []}, {"name": null, "role": "AXTextField", "description": null, "role_description": "text field", "value": "Store", "position": "1031.00;4473.00", "size": "64;19", "children": []}]}, {"name": null, "role": "AXRow", "description": null, "role_description": "outline row", "value": null, "position": "158.00;4493.00", "size": "953;21", "children": [{"name": null, "role": "AXGroup", "description": null, "role_description": "group", "value": null, "position": "168.00;4493.00", "size": "208;21", "children": [{"name": null, "role": "AXDisclosureTriangle", "description": null, "role_description": "disclosure triangle", "value": 0, "position": "209.00;4494.00", "size": "13;19", "children": []}, {"name": null, "role": "AXTextField", "description": null, "role_description": "text field", "value": "1214842", "position": "222.00;4494.00", "size": "152;19", "children": []}]}, {"name": null, "role": "AXTextField", "description": null, "role_description": "text field", "value": "2023-12-14 16:10:32", "position": "377.00;4494.00", "size": "115;19", "children": []}, {"name": null, "role": "AXTextField", "description": null, "role_description": "text field", "value": "3 KB", "position": "495.00;4494.00", "size": "64;19", "children": []}, {"name": null, "role": "AXTextField", "description": null, "role_description": "text field", "value": "Folder", "position": "562.00;4494.00", "size": "137;19", "children": []}, {"name": null, "role": "AXTextField", "description": null, "role_description": "text field", "value": "3 KB", "position": "702.00;4494.00", "size": "60;19", "children": []}, {"name": null, "role": "AXTextField", "description": null, "role_description": "text field", "value": "drwxr-xr-x", "position": "765.00;4494.00", "size": "62;19", "children": []}, {"name": null, "role": "AXStaticText", "description": null, "role_description": "text", "value": "", "position": "830.00;4494.00", "size": "64;19", "children": []}, {"name": null, "role": "AXTextField", "description": null, "role_description": "text field", "value": "", "position": "897.00;4494.00", "size": "64;19", "children": []}, {"name": null, "role": "AXTextField", "description": null, "role_description": "text field", "value": "3 KB", "position": "964.00;4494.00", "size": "64;19", "children": []}, {"name": null, "role": "AXTextField", "description": null, "role_description": "text field", "value": "Store", "position": "1031.00;4494.00", "size": "64;19", "children": []}]}, {"name": null, "role": "AXRow", "description": null, "role_description": "outline row", "value": null, "position": "158.00;4514.00", "size": "953;21", "children": [{"name": null, "role": "AXGroup", "description": null, "role_description": "group", "value": null, "position": "168.00;4514.00", "size": "208;21", "children": [{"name": null, "role": "AXDisclosureTriangle", "description": null, "role_description": "disclosure triangle", "value": 0, "position": "209.00;4515.00", "size": "13;19", "children": []}, {"name": null, "role": "AXTextField", "description": null, "role_description": "text field", "value": "1213855", "position": "222.00;4515.00", "size": "152;19", "children": []}]}, {"name": null, "role": "AXTextField", "description": null, "role_description": "text field", "value": "2023-12-14 16:10:26", "position": "377.00;4515.00", "size": "115;19", "children": []}, {"name": null, "role": "AXTextField", "description": null, "role_description": "text field", "value": "6 KB", "position": "495.00;4515.00", "size": "64;19", "children": []}, {"name": null, "role": "AXTextField", "description": null, "role_description": "text field", "value": "Folder", "position": "562.00;4515.00", "size": "137;19", "children": []}, {"name": null, "role": "AXTextField", "description": null, "role_description": "text field", "value": "6 KB", "position": "702.00;4515.00", "size": "60;19", "children": []}, {"name": null, "role": "AXTextField", "description": null, "role_description": "text field", "value": "drwxr-xr-x", "position": "765.00;4515.00", "size": "62;19", "children": []}, {"name": null, "role": "AXStaticText", "description": null, "role_description": "text", "value": "", "position": "830.00;4515.00", "size": "64;19", "children": []}, {"name": null, "role": "AXTextField", "description": null, "role_description": "text field", "value": "", "position": "897.00;4515.00", "size": "64;19", "children": []}, {"name": null, "role": "AXTextField", "description": null, "role_description": "text field", "value": "6 KB", "position": "964.00;4515.00", "size": "64;19", "children": []}, {"name": null, "role": "AXTextField", "description": null, "role_description": "text field", "value": "Store", "position": "1031.00;4515.00", "size": "64;19", "children": []}]}, {"name": null, "role": "AXRow", "description": null, "role_description": "outline row", "value": null, "position": "158.00;4535.00", "size": "953;21", "children": [{"name": null, "role": "AXGroup", "description": null, "role_description": "group", "value": null, "position": "168.00;4535.00", "size": "208;21", "children": [{"name": null, "role": "AXDisclosureTriangle", "description": null, "role_description": "disclosure triangle", "value": 0, "position": "209.00;4536.00", "size": "13;19", "children": []}, {"name": null, "role": "AXTextField", "description": null, "role_description": "text field", "value": "1212987", "position": "222.00;4536.00", "size": "152;19", "children": []}]}, {"name": null, "role": "AXTextField", "description": null, "role_description": "text field", "value": "2023-12-14 16:10:30", "position": "377.00;4536.00", "size": "115;19", "children": []}, {"name": null, "role": "AXTextField", "description": null, "role_description": "text field", "value": "6 KB", "position": "495.00;4536.00", "size": "64;19", "children": []}, {"name": null, "role": "AXTextField", "description": null, "role_description": "text field", "value": "Folder", "position": "562.00;4536.00", "size": "137;19", "children": []}, {"name": null, "role": "AXTextField", "description": null, "role_description": "text field", "value": "5 KB", "position": "702.00;4536.00", "size": "60;19", "children": []}, {"name": null, "role": "AXTextField", "description": null, "role_description": "text field", "value": "drwxr-xr-x", "position": "765.00;4536.00", "size": "62;19", "children": []}, {"name": null, "role": "AXStaticText", "description": null, "role_description": "text", "value": "", "position": "830.00;4536.00", "size": "64;19", "children": []}, {"name": null, "role": "AXTextField", "description": null, "role_description": "text field", "value": "", "position": "897.00;4536.00", "size": "64;19", "children": []}, {"name": null, "role": "AXTextField", "description": null, "role_description": "text field", "value": "6 KB", "position": "964.00;4536.00", "size": "64;19", "children": []}, {"name": null, "role": "AXTextField", "description": null, "role_description": "text field", "value": "Store", "position": "1031.00;4536.00", "size": "64;19", "children": []}]}, {"name": null, "role": "AXRow", "description": null, "role_description": "outline row", "value": null, "position": "158.00;4556.00", "size": "953;21", "children": [{"name": null, "role": "AXGroup", "description": null, "role_description": "group", "value": null, "position": "168.00;4556.00", "size": "208;21", "children": [{"name": null, "role": "AXDisclosureTriangle", "description": null, "role_description": "disclosure triangle", "value": 0, "position": "209.00;4557.00", "size": "13;19", "children": []}, {"name": null, "role": "AXTextField", "description": null, "role_description": "text field", "value": "1213069", "position": "222.00;4557.00", "size": "152;19", "children": []}]}, {"name": null, "role": "AXTextField", "description": null, "role_description": "text field", "value": "2023-12-14 16:10:28", "position": "377.00;4557.00", "size": "115;19", "children": []}, {"name": null, "role": "AXTextField", "description": null, "role_description": "text field", "value": "6 KB", "position": "495.00;4557.00", "size": "64;19", "children": []}, {"name": null, "role": "AXTextField", "description": null, "role_description": "text field", "value": "Folder", "position": "562.00;4557.00", "size": "137;19", "children": []}, {"name": null, "role": "AXTextField", "description": null, "role_description": "text field", "value": "6 KB", "position": "702.00;4557.00", "size": "60;19", "children": []}, {"name": null, "role": "AXTextField", "description": null, "role_description": "text field", "value": "drwxr-xr-x", "position": "765.00;4557.00", "size": "62;19", "children": []}, {"name": null, "role": "AXStaticText", "description": null, "role_description": "text", "value": "", "position": "830.00;4557.00", "size": "64;19", "children": []}, {"name": null, "role": "AXTextField", "description": null, "role_description": "text field", "value": "", "position": "897.00;4557.00", "size": "64;19", "children": []}, {"name": null, "role": "AXTextField", "description": null, "role_description": "text field", "value": "6 KB", "position": "964.00;4557.00", "size": "64;19", "children": []}, {"name": null, "role": "AXTextField", "description": null, "role_description": "text field", "value": "Store", "position": "1031.00;4557.00", "size": "64;19", "children": []}]}, {"name": null, "role": "AXRow", "description": null, "role_description": "outline row", "value": null, "position": "158.00;4577.00", "size": "953;21", "children": [{"name": null, "role": "AXGroup", "description": null, "role_description": "group", "value": null, "position": "168.00;4577.00", "size": "208;21", "children": [{"name": null, "role": "AXDisclosureTriangle", "description": null, "role_description": "disclosure triangle", "value": 0, "position": "209.00;4578.00", "size": "13;19", "children": []}, {"name": null, "role": "AXTextField", "description": null, "role_description": "text field", "value": "1218481", "position": "222.00;4578.00", "size": "152;19", "children": []}]}, {"name": null, "role": "AXTextField", "description": null, "role_description": "text field", "value": "2023-12-14 16:10:30", "position": "377.00;4578.00", "size": "115;19", "children": []}, {"name": null, "role": "AXTextField", "description": null, "role_description": "text field", "value": "5 KB", "position": "495.00;4578.00", "size": "64;19", "children": []}, {"name": null, "role": "AXTextField", "description": null, "role_description": "text field", "value": "Folder", "position": "562.00;4578.00", "size": "137;19", "children": []}, {"name": null, "role": "AXTextField", "description": null, "role_description": "text field", "value": "5 KB", "position": "702.00;4578.00", "size": "60;19", "children": []}, {"name": null, "role": "AXTextField", "description": null, "role_description": "text field", "value": "drwxr-xr-x", "position": "765.00;4578.00", "size": "62;19", "children": []}, {"name": null, "role": "AXStaticText", "description": null, "role_description": "text", "value": "", "position": "830.00;4578.00", "size": "64;19", "children": []}, {"name": null, "role": "AXTextField", "description": null, "role_description": "text field", "value": "", "position": "897.00;4578.00", "size": "64;19", "children": []}, {"name": null, "role": "AXTextField", "description": null, "role_description": "text field", "value": "5 KB", "position": "964.00;4578.00", "size": "64;19", "children": []}, {"name": null, "role": "AXTextField", "description": null, "role_description": "text field", "value": "Store", "position": "1031.00;4578.00", "size": "64;19", "children": []}]}, {"name": null, "role": "AXRow", "description": null, "role_description": "outline row", "value": null, "position": "158.00;4598.00", "size": "953;21", "children": [{"name": null, "role": "AXGroup", "description": null, "role_description": "group", "value": null, "position": "168.00;4598.00", "size": "208;21", "children": [{"name": null, "role": "AXDisclosureTriangle", "description": null, "role_description": "disclosure triangle", "value": 0, "position": "209.00;4599.00", "size": "13;19", "children": []}, {"name": null, "role": "AXTextField", "description": null, "role_description": "text field", "value": "1219795", "position": "222.00;4599.00", "size": "152;19", "children": []}]}, {"name": null, "role": "AXTextField", "description": null, "role_description": "text field", "value": "2023-12-14 16:10:30", "position": "377.00;4599.00", "size": "115;19", "children": []}, {"name": null, "role": "AXTextField", "description": null, "role_description": "text field", "value": "4 KB", "position": "495.00;4599.00", "size": "64;19", "children": []}, {"name": null, "role": "AXTextField", "description": null, "role_description": "text field", "value": "Folder", "position": "562.00;4599.00", "size": "137;19", "children": []}, {"name": null, "role": "AXTextField", "description": null, "role_description": "text field", "value": "4 KB", "position": "702.00;4599.00", "size": "60;19", "children": []}, {"name": null, "role": "AXTextField", "description": null, "role_description": "text field", "value": "drwxr-xr-x", "position": "765.00;4599.00", "size": "62;19", "children": []}, {"name": null, "role": "AXStaticText", "description": null, "role_description": "text", "value": "", "position": "830.00;4599.00", "size": "64;19", "children": []}, {"name": null, "role": "AXTextField", "description": null, "role_description": "text field", "value": "", "position": "897.00;4599.00", "size": "64;19", "children": []}, {"name": null, "role": "AXTextField", "description": null, "role_description": "text field", "value": "4 KB", "position": "964.00;4599.00", "size": "64;19", "children": []}, {"name": null, "role": "AXTextField", "description": null, "role_description": "text field", "value": "Store", "position": "1031.00;4599.00", "size": "64;19", "children": []}]}, {"name": null, "role": "AXRow", "description": null, "role_description": "outline row", "value": null, "position": "158.00;4619.00", "size": "953;21", "children": [{"name": null, "role": "AXGroup", "description": null, "role_description": "group", "value": null, "position": "168.00;4619.00", "size": "208;21", "children": [{"name": null, "role": "AXDisclosureTriangle", "description": null, "role_description": "disclosure triangle", "value": 0, "position": "209.00;4620.00", "size": "13;19", "children": []}, {"name": null, "role": "AXTextField", "description": null, "role_description": "text field", "value": "1215964", "position": "222.00;4620.00", "size": "152;19", "children": []}]}, {"name": null, "role": "AXTextField", "description": null, "role_description": "text field", "value": "2023-12-14 16:10:29", "position": "377.00;4620.00", "size": "115;19", "children": []}, {"name": null, "role": "AXTextField", "description": null, "role_description": "text field", "value": "5 KB", "position": "495.00;4620.00", "size": "64;19", "children": []}, {"name": null, "role": "AXTextField", "description": null, "role_description": "text field", "value": "Folder", "position": "562.00;4620.00", "size": "137;19", "children": []}, {"name": null, "role": "AXTextField", "description": null, "role_description": "text field", "value": "5 KB", "position": "702.00;4620.00", "size": "60;19", "children": []}, {"name": null, "role": "AXTextField", "description": null, "role_description": "text field", "value": "drwxr-xr-x", "position": "765.00;4620.00", "size": "62;19", "children": []}, {"name": null, "role": "AXStaticText", "description": null, "role_description": "text", "value": "", "position": "830.00;4620.00", "size": "64;19", "children": []}, {"name": null, "role": "AXTextField", "description": null, "role_description": "text field", "value": "", "position": "897.00;4620.00", "size": "64;19", "children": []}, {"name": null, "role": "AXTextField", "description": null, "role_description": "text field", "value": "5 KB", "position": "964.00;4620.00", "size": "64;19", "children": []}, {"name": null, "role": "AXTextField", "description": null, "role_description": "text field", "value": "Store", "position": "1031.00;4620.00", "size": "64;19", "children": []}]}, {"name": null, "role": "AXRow", "description": null, "role_description": "outline row", "value": null, "position": "158.00;4640.00", "size": "953;21", "children": [{"name": null, "role": "AXGroup", "description": null, "role_description": "group", "value": null, "position": "168.00;4640.00", "size": "208;21", "children": [{"name": null, "role": "AXDisclosureTriangle", "description": null, "role_description": "disclosure triangle", "value": 0, "position": "209.00;4641.00", "size": "13;19", "children": []}, {"name": null, "role": "AXTextField", "description": null, "role_description": "text field", "value": "1215158", "position": "222.00;4641.00", "size": "152;19", "children": []}]}, {"name": null, "role": "AXTextField", "description": null, "role_description": "text field", "value": "2023-12-14 16:10:29", "position": "377.00;4641.00", "size": "115;19", "children": []}, {"name": null, "role": "AXTextField", "description": null, "role_description": "text field", "value": "3 KB", "position": "495.00;4641.00", "size": "64;19", "children": []}, {"name": null, "role": "AXTextField", "description": null, "role_description": "text field", "value": "Folder", "position": "562.00;4641.00", "size": "137;19", "children": []}, {"name": null, "role": "AXTextField", "description": null, "role_description": "text field", "value": "3 KB", "position": "702.00;4641.00", "size": "60;19", "children": []}, {"name": null, "role": "AXTextField", "description": null, "role_description": "text field", "value": "drwxr-xr-x", "position": "765.00;4641.00", "size": "62;19", "children": []}, {"name": null, "role": "AXStaticText", "description": null, "role_description": "text", "value": "", "position": "830.00;4641.00", "size": "64;19", "children": []}, {"name": null, "role": "AXTextField", "description": null, "role_description": "text field", "value": "", "position": "897.00;4641.00", "size": "64;19", "children": []}, {"name": null, "role": "AXTextField", "description": null, "role_description": "text field", "value": "3 KB", "position": "964.00;4641.00", "size": "64;19", "children": []}, {"name": null, "role": "AXTextField", "description": null, "role_description": "text field", "value": "Store", "position": "1031.00;4641.00", "size": "64;19", "children": []}]}, {"name": null, "role": "AXRow", "description": null, "role_description": "outline row", "value": null, "position": "158.00;4661.00", "size": "953;21", "children": [{"name": null, "role": "AXGroup", "description": null, "role_description": "group", "value": null, "position": "168.00;4661.00", "size": "208;21", "children": [{"name": null, "role": "AXDisclosureTriangle", "description": null, "role_description": "disclosure triangle", "value": 0, "position": "209.00;4662.00", "size": "13;19", "children": []}, {"name": null, "role": "AXTextField", "description": null, "role_description": "text field", "value": "1210618", "position": "222.00;4662.00", "size": "152;19", "children": []}]}, {"name": null, "role": "AXTextField", "description": null, "role_description": "text field", "value": "2023-12-14 16:10:27", "position": "377.00;4662.00", "size": "115;19", "children": []}, {"name": null, "role": "AXTextField", "description": null, "role_description": "text field", "value": "5 KB", "position": "495.00;4662.00", "size": "64;19", "children": []}, {"name": null, "role": "AXTextField", "description": null, "role_description": "text field", "value": "Folder", "position": "562.00;4662.00", "size": "137;19", "children": []}, {"name": null, "role": "AXTextField", "description": null, "role_description": "text field", "value": "5 KB", "position": "702.00;4662.00", "size": "60;19", "children": []}, {"name": null, "role": "AXTextField", "description": null, "role_description": "text field", "value": "drwxr-xr-x", "position": "765.00;4662.00", "size": "62;19", "children": []}, {"name": null, "role": "AXStaticText", "description": null, "role_description": "text", "value": "", "position": "830.00;4662.00", "size": "64;19", "children": []}, {"name": null, "role": "AXTextField", "description": null, "role_description": "text field", "value": "", "position": "897.00;4662.00", "size": "64;19", "children": []}, {"name": null, "role": "AXTextField", "description": null, "role_description": "text field", "value": "5 KB", "position": "964.00;4662.00", "size": "64;19", "children": []}, {"name": null, "role": "AXTextField", "description": null, "role_description": "text field", "value": "Store", "position": "1031.00;4662.00", "size": "64;19", "children": []}]}, {"name": null, "role": "AXRow", "description": null, "role_description": "outline row", "value": null, "position": "158.00;4682.00", "size": "953;21", "children": [{"name": null, "role": "AXGroup", "description": null, "role_description": "group", "value": null, "position": "168.00;4682.00", "size": "208;21", "children": [{"name": null, "role": "AXDisclosureTriangle", "description": null, "role_description": "disclosure triangle", "value": 0, "position": "209.00;4683.00", "size": "13;19", "children": []}, {"name": null, "role": "AXTextField", "description": null, "role_description": "text field", "value": "1212973", "position": "222.00;4683.00", "size": "152;19", "children": []}]}, {"name": null, "role": "AXTextField", "description": null, "role_description": "text field", "value": "2023-12-14 16:10:28", "position": "377.00;4683.00", "size": "115;19", "children": []}, {"name": null, "role": "AXTextField", "description": null, "role_description": "text field", "value": "5 KB", "position": "495.00;4683.00", "size": "64;19", "children": []}, {"name": null, "role": "AXTextField", "description": null, "role_description": "text field", "value": "Folder", "position": "562.00;4683.00", "size": "137;19", "children": []}, {"name": null, "role": "AXTextField", "description": null, "role_description": "text field", "value": "5 KB", "position": "702.00;4683.00", "size": "60;19", "children": []}, {"name": null, "role": "AXTextField", "description": null, "role_description": "text field", "value": "drwxr-xr-x", "position": "765.00;4683.00", "size": "62;19", "children": []}, {"name": null, "role": "AXStaticText", "description": null, "role_description": "text", "value": "", "position": "830.00;4683.00", "size": "64;19", "children": []}, {"name": null, "role": "AXTextField", "description": null, "role_description": "text field", "value": "", "position": "897.00;4683.00", "size": "64;19", "children": []}, {"name": null, "role": "AXTextField", "description": null, "role_description": "text field", "value": "5 KB", "position": "964.00;4683.00", "size": "64;19", "children": []}, {"name": null, "role": "AXTextField", "description": null, "role_description": "text field", "value": "Store", "position": "1031.00;4683.00", "size": "64;19", "children": []}]}, {"name": null, "role": "AXRow", "description": null, "role_description": "outline row", "value": null, "position": "158.00;4703.00", "size": "953;21", "children": [{"name": null, "role": "AXGroup", "description": null, "role_description": "group", "value": null, "position": "168.00;4703.00", "size": "208;21", "children": [{"name": null, "role": "AXDisclosureTriangle", "description": null, "role_description": "disclosure triangle", "value": 0, "position": "209.00;4704.00", "size": "13;19", "children": []}, {"name": null, "role": "AXTextField", "description": null, "role_description": "text field", "value": "1218011", "position": "222.00;4704.00", "size": "152;19", "children": []}]}, {"name": null, "role": "AXTextField", "description": null, "role_description": "text field", "value": "2023-12-14 16:10:30", "position": "377.00;4704.00", "size": "115;19", "children": []}, {"name": null, "role": "AXTextField", "description": null, "role_description": "text field", "value": "7 KB", "position": "495.00;4704.00", "size": "64;19", "children": []}, {"name": null, "role": "AXTextField", "description": null, "role_description": "text field", "value": "Folder", "position": "562.00;4704.00", "size": "137;19", "children": []}, {"name": null, "role": "AXTextField", "description": null, "role_description": "text field", "value": "7 KB", "position": "702.00;4704.00", "size": "60;19", "children": []}, {"name": null, "role": "AXTextField", "description": null, "role_description": "text field", "value": "drwxr-xr-x", "position": "765.00;4704.00", "size": "62;19", "children": []}, {"name": null, "role": "AXStaticText", "description": null, "role_description": "text", "value": "", "position": "830.00;4704.00", "size": "64;19", "children": []}, {"name": null, "role": "AXTextField", "description": null, "role_description": "text field", "value": "", "position": "897.00;4704.00", "size": "64;19", "children": []}, {"name": null, "role": "AXTextField", "description": null, "role_description": "text field", "value": "7 KB", "position": "964.00;4704.00", "size": "64;19", "children": []}, {"name": null, "role": "AXTextField", "description": null, "role_description": "text field", "value": "Store", "position": "1031.00;4704.00", "size": "64;19", "children": []}]}, {"name": null, "role": "AXRow", "description": null, "role_description": "outline row", "value": null, "position": "158.00;4724.00", "size": "953;21", "children": [{"name": null, "role": "AXGroup", "description": null, "role_description": "group", "value": null, "position": "168.00;4724.00", "size": "208;21", "children": [{"name": null, "role": "AXDisclosureTriangle", "description": null, "role_description": "disclosure triangle", "value": 0, "position": "209.00;4725.00", "size": "13;19", "children": []}, {"name": null, "role": "AXTextField", "description": null, "role_description": "text field", "value": "1211900", "position": "222.00;4725.00", "size": "152;19", "children": []}]}, {"name": null, "role": "AXTextField", "description": null, "role_description": "text field", "value": "2023-12-14 16:10:29", "position": "377.00;4725.00", "size": "115;19", "children": []}, {"name": null, "role": "AXTextField", "description": null, "role_description": "text field", "value": "11 KB", "position": "495.00;4725.00", "size": "64;19", "children": []}, {"name": null, "role": "AXTextField", "description": null, "role_description": "text field", "value": "Folder", "position": "562.00;4725.00", "size": "137;19", "children": []}, {"name": null, "role": "AXTextField", "description": null, "role_description": "text field", "value": "10 KB", "position": "702.00;4725.00", "size": "60;19", "children": []}, {"name": null, "role": "AXTextField", "description": null, "role_description": "text field", "value": "drwxr-xr-x", "position": "765.00;4725.00", "size": "62;19", "children": []}, {"name": null, "role": "AXStaticText", "description": null, "role_description": "text", "value": "", "position": "830.00;4725.00", "size": "64;19", "children": []}, {"name": null, "role": "AXTextField", "description": null, "role_description": "text field", "value": "", "position": "897.00;4725.00", "size": "64;19", "children": []}, {"name": null, "role": "AXTextField", "description": null, "role_description": "text field", "value": "11 KB", "position": "964.00;4725.00", "size": "64;19", "children": []}, {"name": null, "role": "AXTextField", "description": null, "role_description": "text field", "value": "Store", "position": "1031.00;4725.00", "size": "64;19", "children": []}]}, {"name": null, "role": "AXRow", "description": null, "role_description": "outline row", "value": null, "position": "158.00;4745.00", "size": "953;21", "children": [{"name": null, "role": "AXGroup", "description": null, "role_description": "group", "value": null, "position": "168.00;4745.00", "size": "208;21", "children": [{"name": null, "role": "AXDisclosureTriangle", "description": null, "role_description": "disclosure triangle", "value": 0, "position": "209.00;4746.00", "size": "13;19", "children": []}, {"name": null, "role": "AXTextField", "description": null, "role_description": "text field", "value": "1219351", "position": "222.00;4746.00", "size": "152;19", "children": []}]}, {"name": null, "role": "AXTextField", "description": null, "role_description": "text field", "value": "2023-12-14 16:10:32", "position": "377.00;4746.00", "size": "115;19", "children": []}, {"name": null, "role": "AXTextField", "description": null, "role_description": "text field", "value": "5 KB", "position": "495.00;4746.00", "size": "64;19", "children": []}, {"name": null, "role": "AXTextField", "description": null, "role_description": "text field", "value": "Folder", "position": "562.00;4746.00", "size": "137;19", "children": []}, {"name": null, "role": "AXTextField", "description": null, "role_description": "text field", "value": "4 KB", "position": "702.00;4746.00", "size": "60;19", "children": []}, {"name": null, "role": "AXTextField", "description": null, "role_description": "text field", "value": "drwxr-xr-x", "position": "765.00;4746.00", "size": "62;19", "children": []}, {"name": null, "role": "AXStaticText", "description": null, "role_description": "text", "value": "", "position": "830.00;4746.00", "size": "64;19", "children": []}, {"name": null, "role": "AXTextField", "description": null, "role_description": "text field", "value": "", "position": "897.00;4746.00", "size": "64;19", "children": []}, {"name": null, "role": "AXTextField", "description": null, "role_description": "text field", "value": "5 KB", "position": "964.00;4746.00", "size": "64;19", "children": []}, {"name": null, "role": "AXTextField", "description": null, "role_description": "text field", "value": "Store", "position": "1031.00;4746.00", "size": "64;19", "children": []}]}, {"name": null, "role": "AXRow", "description": null, "role_description": "outline row", "value": null, "position": "158.00;4766.00", "size": "953;21", "children": [{"name": null, "role": "AXGroup", "description": null, "role_description": "group", "value": null, "position": "168.00;4766.00", "size": "208;21", "children": [{"name": null, "role": "AXDisclosureTriangle", "description": null, "role_description": "disclosure triangle", "value": 0, "position": "209.00;4767.00", "size": "13;19", "children": []}, {"name": null, "role": "AXTextField", "description": null, "role_description": "text field", "value": "1216319", "position": "222.00;4767.00", "size": "152;19", "children": []}]}, {"name": null, "role": "AXTextField", "description": null, "role_description": "text field", "value": "2023-12-14 16:10:26", "position": "377.00;4767.00", "size": "115;19", "children": []}, {"name": null, "role": "AXTextField", "description": null, "role_description": "text field", "value": "11 KB", "position": "495.00;4767.00", "size": "64;19", "children": []}, {"name": null, "role": "AXTextField", "description": null, "role_description": "text field", "value": "Folder", "position": "562.00;4767.00", "size": "137;19", "children": []}, {"name": null, "role": "AXTextField", "description": null, "role_description": "text field", "value": "11 KB", "position": "702.00;4767.00", "size": "60;19", "children": []}, {"name": null, "role": "AXTextField", "description": null, "role_description": "text field", "value": "drwxr-xr-x", "position": "765.00;4767.00", "size": "62;19", "children": []}, {"name": null, "role": "AXStaticText", "description": null, "role_description": "text", "value": "", "position": "830.00;4767.00", "size": "64;19", "children": []}, {"name": null, "role": "AXTextField", "description": null, "role_description": "text field", "value": "", "position": "897.00;4767.00", "size": "64;19", "children": []}, {"name": null, "role": "AXTextField", "description": null, "role_description": "text field", "value": "11 KB", "position": "964.00;4767.00", "size": "64;19", "children": []}, {"name": null, "role": "AXTextField", "description": null, "role_description": "text field", "value": "Store", "position": "1031.00;4767.00", "size": "64;19", "children": []}]}, {"name": null, "role": "AXRow", "description": null, "role_description": "outline row", "value": null, "position": "158.00;4787.00", "size": "953;21", "children": [{"name": null, "role": "AXGroup", "description": null, "role_description": "group", "value": null, "position": "168.00;4787.00", "size": "208;21", "children": [{"name": null, "role": "AXDisclosureTriangle", "description": null, "role_description": "disclosure triangle", "value": 0, "position": "209.00;4788.00", "size": "13;19", "children": []}, {"name": null, "role": "AXTextField", "description": null, "role_description": "text field", "value": "1213801", "position": "222.00;4788.00", "size": "152;19", "children": []}]}, {"name": null, "role": "AXTextField", "description": null, "role_description": "text field", "value": "2023-12-14 16:10:26", "position": "377.00;4788.00", "size": "115;19", "children": []}, {"name": null, "role": "AXTextField", "description": null, "role_description": "text field", "value": "5 KB", "position": "495.00;4788.00", "size": "64;19", "children": []}, {"name": null, "role": "AXTextField", "description": null, "role_description": "text field", "value": "Folder", "position": "562.00;4788.00", "size": "137;19", "children": []}, {"name": null, "role": "AXTextField", "description": null, "role_description": "text field", "value": "5 KB", "position": "702.00;4788.00", "size": "60;19", "children": []}, {"name": null, "role": "AXTextField", "description": null, "role_description": "text field", "value": "drwxr-xr-x", "position": "765.00;4788.00", "size": "62;19", "children": []}, {"name": null, "role": "AXStaticText", "description": null, "role_description": "text", "value": "", "position": "830.00;4788.00", "size": "64;19", "children": []}, {"name": null, "role": "AXTextField", "description": null, "role_description": "text field", "value": "", "position": "897.00;4788.00", "size": "64;19", "children": []}, {"name": null, "role": "AXTextField", "description": null, "role_description": "text field", "value": "5 KB", "position": "964.00;4788.00", "size": "64;19", "children": []}, {"name": null, "role": "AXTextField", "description": null, "role_description": "text field", "value": "Store", "position": "1031.00;4788.00", "size": "64;19", "children": []}]}, {"name": null, "role": "AXRow", "description": null, "role_description": "outline row", "value": null, "position": "158.00;4808.00", "size": "953;21", "children": [{"name": null, "role": "AXGroup", "description": null, "role_description": "group", "value": null, "position": "168.00;4808.00", "size": "208;21", "children": [{"name": null, "role": "AXDisclosureTriangle", "description": null, "role_description": "disclosure triangle", "value": 0, "position": "209.00;4809.00", "size": "13;19", "children": []}, {"name": null, "role": "AXTextField", "description": null, "role_description": "text field", "value": "1214218", "position": "222.00;4809.00", "size": "152;19", "children": []}]}, {"name": null, "role": "AXTextField", "description": null, "role_description": "text field", "value": "2023-12-14 16:10:28", "position": "377.00;4809.00", "size": "115;19", "children": []}, {"name": null, "role": "AXTextField", "description": null, "role_description": "text field", "value": "8 KB", "position": "495.00;4809.00", "size": "64;19", "children": []}, {"name": null, "role": "AXTextField", "description": null, "role_description": "text field", "value": "Folder", "position": "562.00;4809.00", "size": "137;19", "children": []}, {"name": null, "role": "AXTextField", "description": null, "role_description": "text field", "value": "8 KB", "position": "702.00;4809.00", "size": "60;19", "children": []}, {"name": null, "role": "AXTextField", "description": null, "role_description": "text field", "value": "drwxr-xr-x", "position": "765.00;4809.00", "size": "62;19", "children": []}, {"name": null, "role": "AXStaticText", "description": null, "role_description": "text", "value": "", "position": "830.00;4809.00", "size": "64;19", "children": []}, {"name": null, "role": "AXTextField", "description": null, "role_description": "text field", "value": "", "position": "897.00;4809.00", "size": "64;19", "children": []}, {"name": null, "role": "AXTextField", "description": null, "role_description": "text field", "value": "8 KB", "position": "964.00;4809.00", "size": "64;19", "children": []}, {"name": null, "role": "AXTextField", "description": null, "role_description": "text field", "value": "Store", "position": "1031.00;4809.00", "size": "64;19", "children": []}]}, {"name": null, "role": "AXRow", "description": null, "role_description": "outline row", "value": null, "position": "158.00;4829.00", "size": "953;21", "children": [{"name": null, "role": "AXGroup", "description": null, "role_description": "group", "value": null, "position": "168.00;4829.00", "size": "208;21", "children": [{"name": null, "role": "AXDisclosureTriangle", "description": null, "role_description": "disclosure triangle", "value": 0, "position": "209.00;4830.00", "size": "13;19", "children": []}, {"name": null, "role": "AXTextField", "description": null, "role_description": "text field", "value": "1214816", "position": "222.00;4830.00", "size": "152;19", "children": []}]}, {"name": null, "role": "AXTextField", "description": null, "role_description": "text field", "value": "2023-12-14 16:10:28", "position": "377.00;4830.00", "size": "115;19", "children": []}, {"name": null, "role": "AXTextField", "description": null, "role_description": "text field", "value": "6 KB", "position": "495.00;4830.00", "size": "64;19", "children": []}, {"name": null, "role": "AXTextField", "description": null, "role_description": "text field", "value": "Folder", "position": "562.00;4830.00", "size": "137;19", "children": []}, {"name": null, "role": "AXTextField", "description": null, "role_description": "text field", "value": "6 KB", "position": "702.00;4830.00", "size": "60;19", "children": []}, {"name": null, "role": "AXTextField", "description": null, "role_description": "text field", "value": "drwxr-xr-x", "position": "765.00;4830.00", "size": "62;19", "children": []}, {"name": null, "role": "AXStaticText", "description": null, "role_description": "text", "value": "", "position": "830.00;4830.00", "size": "64;19", "children": []}, {"name": null, "role": "AXTextField", "description": null, "role_description": "text field", "value": "", "position": "897.00;4830.00", "size": "64;19", "children": []}, {"name": null, "role": "AXTextField", "description": null, "role_description": "text field", "value": "6 KB", "position": "964.00;4830.00", "size": "64;19", "children": []}, {"name": null, "role": "AXTextField", "description": null, "role_description": "text field", "value": "Store", "position": "1031.00;4830.00", "size": "64;19", "children": []}]}, {"name": null, "role": "AXRow", "description": null, "role_description": "outline row", "value": null, "position": "158.00;4850.00", "size": "953;21", "children": [{"name": null, "role": "AXGroup", "description": null, "role_description": "group", "value": null, "position": "168.00;4850.00", "size": "208;21", "children": [{"name": null, "role": "AXDisclosureTriangle", "description": null, "role_description": "disclosure triangle", "value": 0, "position": "209.00;4851.00", "size": "13;19", "children": []}, {"name": null, "role": "AXTextField", "description": null, "role_description": "text field", "value": "1219735", "position": "222.00;4851.00", "size": "152;19", "children": []}]}, {"name": null, "role": "AXTextField", "description": null, "role_description": "text field", "value": "2023-12-14 16:10:30", "position": "377.00;4851.00", "size": "115;19", "children": []}, {"name": null, "role": "AXTextField", "description": null, "role_description": "text field", "value": "5 KB", "position": "495.00;4851.00", "size": "64;19", "children": []}, {"name": null, "role": "AXTextField", "description": null, "role_description": "text field", "value": "Folder", "position": "562.00;4851.00", "size": "137;19", "children": []}, {"name": null, "role": "AXTextField", "description": null, "role_description": "text field", "value": "5 KB", "position": "702.00;4851.00", "size": "60;19", "children": []}, {"name": null, "role": "AXTextField", "description": null, "role_description": "text field", "value": "drwxr-xr-x", "position": "765.00;4851.00", "size": "62;19", "children": []}, {"name": null, "role": "AXStaticText", "description": null, "role_description": "text", "value": "", "position": "830.00;4851.00", "size": "64;19", "children": []}, {"name": null, "role": "AXTextField", "description": null, "role_description": "text field", "value": "", "position": "897.00;4851.00", "size": "64;19", "children": []}, {"name": null, "role": "AXTextField", "description": null, "role_description": "text field", "value": "5 KB", "position": "964.00;4851.00", "size": "64;19", "children": []}, {"name": null, "role": "AXTextField", "description": null, "role_description": "text field", "value": "Store", "position": "1031.00;4851.00", "size": "64;19", "children": []}]}, {"name": null, "role": "AXRow", "description": null, "role_description": "outline row", "value": null, "position": "158.00;4871.00", "size": "953;21", "children": [{"name": null, "role": "AXGroup", "description": null, "role_description": "group", "value": null, "position": "168.00;4871.00", "size": "208;21", "children": [{"name": null, "role": "AXDisclosureTriangle", "description": null, "role_description": "disclosure triangle", "value": 0, "position": "209.00;4872.00", "size": "13;19", "children": []}, {"name": null, "role": "AXTextField", "description": null, "role_description": "text field", "value": "1218421", "position": "222.00;4872.00", "size": "152;19", "children": []}]}, {"name": null, "role": "AXTextField", "description": null, "role_description": "text field", "value": "2023-12-14 16:10:27", "position": "377.00;4872.00", "size": "115;19", "children": []}, {"name": null, "role": "AXTextField", "description": null, "role_description": "text field", "value": "13 KB", "position": "495.00;4872.00", "size": "64;19", "children": []}, {"name": null, "role": "AXTextField", "description": null, "role_description": "text field", "value": "Folder", "position": "562.00;4872.00", "size": "137;19", "children": []}, {"name": null, "role": "AXTextField", "description": null, "role_description": "text field", "value": "12 KB", "position": "702.00;4872.00", "size": "60;19", "children": []}, {"name": null, "role": "AXTextField", "description": null, "role_description": "text field", "value": "drwxr-xr-x", "position": "765.00;4872.00", "size": "62;19", "children": []}, {"name": null, "role": "AXStaticText", "description": null, "role_description": "text", "value": "", "position": "830.00;4872.00", "size": "64;19", "children": []}, {"name": null, "role": "AXTextField", "description": null, "role_description": "text field", "value": "", "position": "897.00;4872.00", "size": "64;19", "children": []}, {"name": null, "role": "AXTextField", "description": null, "role_description": "text field", "value": "13 KB", "position": "964.00;4872.00", "size": "64;19", "children": []}, {"name": null, "role": "AXTextField", "description": null, "role_description": "text field", "value": "Store", "position": "1031.00;4872.00", "size": "64;19", "children": []}]}, {"name": null, "role": "AXRow", "description": null, "role_description": "outline row", "value": null, "position": "158.00;4892.00", "size": "953;21", "children": [{"name": null, "role": "AXGroup", "description": null, "role_description": "group", "value": null, "position": "168.00;4892.00", "size": "208;21", "children": [{"name": null, "role": "AXDisclosureTriangle", "description": null, "role_description": "disclosure triangle", "value": 0, "position": "209.00;4893.00", "size": "13;19", "children": []}, {"name": null, "role": "AXTextField", "description": null, "role_description": "text field", "value": "1212927", "position": "222.00;4893.00", "size": "152;19", "children": []}]}, {"name": null, "role": "AXTextField", "description": null, "role_description": "text field", "value": "2023-12-14 16:10:28", "position": "377.00;4893.00", "size": "115;19", "children": []}, {"name": null, "role": "AXTextField", "description": null, "role_description": "text field", "value": "12 KB", "position": "495.00;4893.00", "size": "64;19", "children": []}, {"name": null, "role": "AXTextField", "description": null, "role_description": "text field", "value": "Folder", "position": "562.00;4893.00", "size": "137;19", "children": []}, {"name": null, "role": "AXTextField", "description": null, "role_description": "text field", "value": "12 KB", "position": "702.00;4893.00", "size": "60;19", "children": []}, {"name": null, "role": "AXTextField", "description": null, "role_description": "text field", "value": "drwxr-xr-x", "position": "765.00;4893.00", "size": "62;19", "children": []}, {"name": null, "role": "AXStaticText", "description": null, "role_description": "text", "value": "", "position": "830.00;4893.00", "size": "64;19", "children": []}, {"name": null, "role": "AXTextField", "description": null, "role_description": "text field", "value": "", "position": "897.00;4893.00", "size": "64;19", "children": []}, {"name": null, "role": "AXTextField", "description": null, "role_description": "text field", "value": "12 KB", "position": "964.00;4893.00", "size": "64;19", "children": []}, {"name": null, "role": "AXTextField", "description": null, "role_description": "text field", "value": "Store", "position": "1031.00;4893.00", "size": "64;19", "children": []}]}, {"name": null, "role": "AXRow", "description": null, "role_description": "outline row", "value": null, "position": "158.00;4913.00", "size": "953;21", "children": [{"name": null, "role": "AXGroup", "description": null, "role_description": "group", "value": null, "position": "168.00;4913.00", "size": "208;21", "children": [{"name": null, "role": "AXDisclosureTriangle", "description": null, "role_description": "disclosure triangle", "value": 0, "position": "209.00;4914.00", "size": "13;19", "children": []}, {"name": null, "role": "AXTextField", "description": null, "role_description": "text field", "value": "1212329", "position": "222.00;4914.00", "size": "152;19", "children": []}]}, {"name": null, "role": "AXTextField", "description": null, "role_description": "text field", "value": "2023-12-14 16:10:29", "position": "377.00;4914.00", "size": "115;19", "children": []}, {"name": null, "role": "AXTextField", "description": null, "role_description": "text field", "value": "9 KB", "position": "495.00;4914.00", "size": "64;19", "children": []}, {"name": null, "role": "AXTextField", "description": null, "role_description": "text field", "value": "Folder", "position": "562.00;4914.00", "size": "137;19", "children": []}, {"name": null, "role": "AXTextField", "description": null, "role_description": "text field", "value": "9 KB", "position": "702.00;4914.00", "size": "60;19", "children": []}, {"name": null, "role": "AXTextField", "description": null, "role_description": "text field", "value": "drwxr-xr-x", "position": "765.00;4914.00", "size": "62;19", "children": []}, {"name": null, "role": "AXStaticText", "description": null, "role_description": "text", "value": "", "position": "830.00;4914.00", "size": "64;19", "children": []}, {"name": null, "role": "AXTextField", "description": null, "role_description": "text field", "value": "", "position": "897.00;4914.00", "size": "64;19", "children": []}, {"name": null, "role": "AXTextField", "description": null, "role_description": "text field", "value": "9 KB", "position": "964.00;4914.00", "size": "64;19", "children": []}, {"name": null, "role": "AXTextField", "description": null, "role_description": "text field", "value": "Store", "position": "1031.00;4914.00", "size": "64;19", "children": []}]}, {"name": null, "role": "AXRow", "description": null, "role_description": "outline row", "value": null, "position": "158.00;4934.00", "size": "953;21", "children": [{"name": null, "role": "AXGroup", "description": null, "role_description": "group", "value": null, "position": "168.00;4934.00", "size": "208;21", "children": [{"name": null, "role": "AXDisclosureTriangle", "description": null, "role_description": "disclosure triangle", "value": 0, "position": "209.00;4935.00", "size": "13;19", "children": []}, {"name": null, "role": "AXTextField", "description": null, "role_description": "text field", "value": "1216789", "position": "222.00;4935.00", "size": "152;19", "children": []}]}, {"name": null, "role": "AXTextField", "description": null, "role_description": "text field", "value": "2023-12-14 16:10:26", "position": "377.00;4935.00", "size": "115;19", "children": []}, {"name": null, "role": "AXTextField", "description": null, "role_description": "text field", "value": "6 KB", "position": "495.00;4935.00", "size": "64;19", "children": []}, {"name": null, "role": "AXTextField", "description": null, "role_description": "text field", "value": "Folder", "position": "562.00;4935.00", "size": "137;19", "children": []}, {"name": null, "role": "AXTextField", "description": null, "role_description": "text field", "value": "5 KB", "position": "702.00;4935.00", "size": "60;19", "children": []}, {"name": null, "role": "AXTextField", "description": null, "role_description": "text field", "value": "drwxr-xr-x", "position": "765.00;4935.00", "size": "62;19", "children": []}, {"name": null, "role": "AXStaticText", "description": null, "role_description": "text", "value": "", "position": "830.00;4935.00", "size": "64;19", "children": []}, {"name": null, "role": "AXTextField", "description": null, "role_description": "text field", "value": "", "position": "897.00;4935.00", "size": "64;19", "children": []}, {"name": null, "role": "AXTextField", "description": null, "role_description": "text field", "value": "6 KB", "position": "964.00;4935.00", "size": "64;19", "children": []}, {"name": null, "role": "AXTextField", "description": null, "role_description": "text field", "value": "Store", "position": "1031.00;4935.00", "size": "64;19", "children": []}]}, {"name": null, "role": "AXRow", "description": null, "role_description": "outline row", "value": null, "position": "158.00;4955.00", "size": "953;21", "children": [{"name": null, "role": "AXGroup", "description": null, "role_description": "group", "value": null, "position": "168.00;4955.00", "size": "208;21", "children": [{"name": null, "role": "AXDisclosureTriangle", "description": null, "role_description": "disclosure triangle", "value": 0, "position": "209.00;4956.00", "size": "13;19", "children": []}, {"name": null, "role": "AXTextField", "description": null, "role_description": "text field", "value": "1210826", "position": "222.00;4956.00", "size": "152;19", "children": []}]}, {"name": null, "role": "AXTextField", "description": null, "role_description": "text field", "value": "2023-12-14 16:10:32", "position": "377.00;4956.00", "size": "115;19", "children": []}, {"name": null, "role": "AXTextField", "description": null, "role_description": "text field", "value": "6 KB", "position": "495.00;4956.00", "size": "64;19", "children": []}, {"name": null, "role": "AXTextField", "description": null, "role_description": "text field", "value": "Folder", "position": "562.00;4956.00", "size": "137;19", "children": []}, {"name": null, "role": "AXTextField", "description": null, "role_description": "text field", "value": "6 KB", "position": "702.00;4956.00", "size": "60;19", "children": []}, {"name": null, "role": "AXTextField", "description": null, "role_description": "text field", "value": "drwxr-xr-x", "position": "765.00;4956.00", "size": "62;19", "children": []}, {"name": null, "role": "AXStaticText", "description": null, "role_description": "text", "value": "", "position": "830.00;4956.00", "size": "64;19", "children": []}, {"name": null, "role": "AXTextField", "description": null, "role_description": "text field", "value": "", "position": "897.00;4956.00", "size": "64;19", "children": []}, {"name": null, "role": "AXTextField", "description": null, "role_description": "text field", "value": "6 KB", "position": "964.00;4956.00", "size": "64;19", "children": []}, {"name": null, "role": "AXTextField", "description": null, "role_description": "text field", "value": "Store", "position": "1031.00;4956.00", "size": "64;19", "children": []}]}, {"name": null, "role": "AXRow", "description": null, "role_description": "outline row", "value": null, "position": "158.00;4976.00", "size": "953;21", "children": [{"name": null, "role": "AXGroup", "description": null, "role_description": "group", "value": null, "position": "168.00;4976.00", "size": "208;21", "children": [{"name": null, "role": "AXDisclosureTriangle", "description": null, "role_description": "disclosure triangle", "value": 0, "position": "209.00;4977.00", "size": "13;19", "children": []}, {"name": null, "role": "AXTextField", "description": null, "role_description": "text field", "value": "1215568", "position": "222.00;4977.00", "size": "152;19", "children": []}]}, {"name": null, "role": "AXTextField", "description": null, "role_description": "text field", "value": "2023-12-14 16:10:28", "position": "377.00;4977.00", "size": "115;19", "children": []}, {"name": null, "role": "AXTextField", "description": null, "role_description": "text field", "value": "5 KB", "position": "495.00;4977.00", "size": "64;19", "children": []}, {"name": null, "role": "AXTextField", "description": null, "role_description": "text field", "value": "Folder", "position": "562.00;4977.00", "size": "137;19", "children": []}, {"name": null, "role": "AXTextField", "description": null, "role_description": "text field", "value": "4 KB", "position": "702.00;4977.00", "size": "60;19", "children": []}, {"name": null, "role": "AXTextField", "description": null, "role_description": "text field", "value": "drwxr-xr-x", "position": "765.00;4977.00", "size": "62;19", "children": []}, {"name": null, "role": "AXStaticText", "description": null, "role_description": "text", "value": "", "position": "830.00;4977.00", "size": "64;19", "children": []}, {"name": null, "role": "AXTextField", "description": null, "role_description": "text field", "value": "", "position": "897.00;4977.00", "size": "64;19", "children": []}, {"name": null, "role": "AXTextField", "description": null, "role_description": "text field", "value": "5 KB", "position": "964.00;4977.00", "size": "64;19", "children": []}, {"name": null, "role": "AXTextField", "description": null, "role_description": "text field", "value": "Store", "position": "1031.00;4977.00", "size": "64;19", "children": []}]}, {"name": null, "role": "AXRow", "description": null, "role_description": "outline row", "value": null, "position": "158.00;4997.00", "size": "953;21", "children": [{"name": null, "role": "AXGroup", "description": null, "role_description": "group", "value": null, "position": "168.00;4997.00", "size": "208;21", "children": [{"name": null, "role": "AXDisclosureTriangle", "description": null, "role_description": "disclosure triangle", "value": 0, "position": "209.00;4998.00", "size": "13;19", "children": []}, {"name": null, "role": "AXTextField", "description": null, "role_description": "text field", "value": "1219197", "position": "222.00;4998.00", "size": "152;19", "children": []}]}, {"name": null, "role": "AXTextField", "description": null, "role_description": "text field", "value": "2023-12-14 16:10:30", "position": "377.00;4998.00", "size": "115;19", "children": []}, {"name": null, "role": "AXTextField", "description": null, "role_description": "text field", "value": "6 KB", "position": "495.00;4998.00", "size": "64;19", "children": []}, {"name": null, "role": "AXTextField", "description": null, "role_description": "text field", "value": "Folder", "position": "562.00;4998.00", "size": "137;19", "children": []}, {"name": null, "role": "AXTextField", "description": null, "role_description": "text field", "value": "6 KB", "position": "702.00;4998.00", "size": "60;19", "children": []}, {"name": null, "role": "AXTextField", "description": null, "role_description": "text field", "value": "drwxr-xr-x", "position": "765.00;4998.00", "size": "62;19", "children": []}, {"name": null, "role": "AXStaticText", "description": null, "role_description": "text", "value": "", "position": "830.00;4998.00", "size": "64;19", "children": []}, {"name": null, "role": "AXTextField", "description": null, "role_description": "text field", "value": "", "position": "897.00;4998.00", "size": "64;19", "children": []}, {"name": null, "role": "AXTextField", "description": null, "role_description": "text field", "value": "6 KB", "position": "964.00;4998.00", "size": "64;19", "children": []}, {"name": null, "role": "AXTextField", "description": null, "role_description": "text field", "value": "Store", "position": "1031.00;4998.00", "size": "64;19", "children": []}]}, {"name": null, "role": "AXRow", "description": null, "role_description": "outline row", "value": null, "position": "158.00;5018.00", "size": "953;21", "children": [{"name": null, "role": "AXGroup", "description": null, "role_description": "group", "value": null, "position": "168.00;5018.00", "size": "208;21", "children": [{"name": null, "role": "AXDisclosureTriangle", "description": null, "role_description": "disclosure triangle", "value": 0, "position": "209.00;5019.00", "size": "13;19", "children": []}, {"name": null, "role": "AXTextField", "description": null, "role_description": "text field", "value": "1217831", "position": "222.00;5019.00", "size": "152;19", "children": []}]}, {"name": null, "role": "AXTextField", "description": null, "role_description": "text field", "value": "2023-12-14 16:10:25", "position": "377.00;5019.00", "size": "115;19", "children": []}, {"name": null, "role": "AXTextField", "description": null, "role_description": "text field", "value": "4 KB", "position": "495.00;5019.00", "size": "64;19", "children": []}, {"name": null, "role": "AXTextField", "description": null, "role_description": "text field", "value": "Folder", "position": "562.00;5019.00", "size": "137;19", "children": []}, {"name": null, "role": "AXTextField", "description": null, "role_description": "text field", "value": "4 KB", "position": "702.00;5019.00", "size": "60;19", "children": []}, {"name": null, "role": "AXTextField", "description": null, "role_description": "text field", "value": "drwxr-xr-x", "position": "765.00;5019.00", "size": "62;19", "children": []}, {"name": null, "role": "AXStaticText", "description": null, "role_description": "text", "value": "", "position": "830.00;5019.00", "size": "64;19", "children": []}, {"name": null, "role": "AXTextField", "description": null, "role_description": "text field", "value": "", "position": "897.00;5019.00", "size": "64;19", "children": []}, {"name": null, "role": "AXTextField", "description": null, "role_description": "text field", "value": "4 KB", "position": "964.00;5019.00", "size": "64;19", "children": []}, {"name": null, "role": "AXTextField", "description": null, "role_description": "text field", "value": "Store", "position": "1031.00;5019.00", "size": "64;19", "children": []}]}, {"name": null, "role": "AXRow", "description": null, "role_description": "outline row", "value": null, "position": "158.00;5039.00", "size": "953;21", "children": [{"name": null, "role": "AXGroup", "description": null, "role_description": "group", "value": null, "position": "168.00;5039.00", "size": "208;21", "children": [{"name": null, "role": "AXDisclosureTriangle", "description": null, "role_description": "disclosure triangle", "value": 0, "position": "209.00;5040.00", "size": "13;19", "children": []}, {"name": null, "role": "AXTextField", "description": null, "role_description": "text field", "value": "1218045", "position": "222.00;5040.00", "size": "152;19", "children": []}]}, {"name": null, "role": "AXTextField", "description": null, "role_description": "text field", "value": "2023-12-14 16:10:31", "position": "377.00;5040.00", "size": "115;19", "children": []}, {"name": null, "role": "AXTextField", "description": null, "role_description": "text field", "value": "5 KB", "position": "495.00;5040.00", "size": "64;19", "children": []}, {"name": null, "role": "AXTextField", "description": null, "role_description": "text field", "value": "Folder", "position": "562.00;5040.00", "size": "137;19", "children": []}, {"name": null, "role": "AXTextField", "description": null, "role_description": "text field", "value": "5 KB", "position": "702.00;5040.00", "size": "60;19", "children": []}, {"name": null, "role": "AXTextField", "description": null, "role_description": "text field", "value": "drwxr-xr-x", "position": "765.00;5040.00", "size": "62;19", "children": []}, {"name": null, "role": "AXStaticText", "description": null, "role_description": "text", "value": "", "position": "830.00;5040.00", "size": "64;19", "children": []}, {"name": null, "role": "AXTextField", "description": null, "role_description": "text field", "value": "", "position": "897.00;5040.00", "size": "64;19", "children": []}, {"name": null, "role": "AXTextField", "description": null, "role_description": "text field", "value": "5 KB", "position": "964.00;5040.00", "size": "64;19", "children": []}, {"name": null, "role": "AXTextField", "description": null, "role_description": "text field", "value": "Store", "position": "1031.00;5040.00", "size": "64;19", "children": []}]}, {"name": null, "role": "AXRow", "description": null, "role_description": "outline row", "value": null, "position": "158.00;5060.00", "size": "953;21", "children": [{"name": null, "role": "AXGroup", "description": null, "role_description": "group", "value": null, "position": "168.00;5060.00", "size": "208;21", "children": [{"name": null, "role": "AXDisclosureTriangle", "description": null, "role_description": "disclosure triangle", "value": 0, "position": "209.00;5061.00", "size": "13;19", "children": []}, {"name": null, "role": "AXTextField", "description": null, "role_description": "text field", "value": "1218879", "position": "222.00;5061.00", "size": "152;19", "children": []}]}, {"name": null, "role": "AXTextField", "description": null, "role_description": "text field", "value": "2023-12-14 16:10:30", "position": "377.00;5061.00", "size": "115;19", "children": []}, {"name": null, "role": "AXTextField", "description": null, "role_description": "text field", "value": "5 KB", "position": "495.00;5061.00", "size": "64;19", "children": []}, {"name": null, "role": "AXTextField", "description": null, "role_description": "text field", "value": "Folder", "position": "562.00;5061.00", "size": "137;19", "children": []}, {"name": null, "role": "AXTextField", "description": null, "role_description": "text field", "value": "5 KB", "position": "702.00;5061.00", "size": "60;19", "children": []}, {"name": null, "role": "AXTextField", "description": null, "role_description": "text field", "value": "drwxr-xr-x", "position": "765.00;5061.00", "size": "62;19", "children": []}, {"name": null, "role": "AXStaticText", "description": null, "role_description": "text", "value": "", "position": "830.00;5061.00", "size": "64;19", "children": []}, {"name": null, "role": "AXTextField", "description": null, "role_description": "text field", "value": "", "position": "897.00;5061.00", "size": "64;19", "children": []}, {"name": null, "role": "AXTextField", "description": null, "role_description": "text field", "value": "5 KB", "position": "964.00;5061.00", "size": "64;19", "children": []}, {"name": null, "role": "AXTextField", "description": null, "role_description": "text field", "value": "Store", "position": "1031.00;5061.00", "size": "64;19", "children": []}]}, {"name": null, "role": "AXRow", "description": null, "role_description": "outline row", "value": null, "position": "158.00;5081.00", "size": "953;21", "children": [{"name": null, "role": "AXGroup", "description": null, "role_description": "group", "value": null, "position": "168.00;5081.00", "size": "208;21", "children": [{"name": null, "role": "AXDisclosureTriangle", "description": null, "role_description": "disclosure triangle", "value": 0, "position": "209.00;5082.00", "size": "13;19", "children": []}, {"name": null, "role": "AXTextField", "description": null, "role_description": "text field", "value": "1214688", "position": "222.00;5082.00", "size": "152;19", "children": []}]}, {"name": null, "role": "AXTextField", "description": null, "role_description": "text field", "value": "2023-12-14 16:10:28", "position": "377.00;5082.00", "size": "115;19", "children": []}, {"name": null, "role": "AXTextField", "description": null, "role_description": "text field", "value": "6 KB", "position": "495.00;5082.00", "size": "64;19", "children": []}, {"name": null, "role": "AXTextField", "description": null, "role_description": "text field", "value": "Folder", "position": "562.00;5082.00", "size": "137;19", "children": []}, {"name": null, "role": "AXTextField", "description": null, "role_description": "text field", "value": "6 KB", "position": "702.00;5082.00", "size": "60;19", "children": []}, {"name": null, "role": "AXTextField", "description": null, "role_description": "text field", "value": "drwxr-xr-x", "position": "765.00;5082.00", "size": "62;19", "children": []}, {"name": null, "role": "AXStaticText", "description": null, "role_description": "text", "value": "", "position": "830.00;5082.00", "size": "64;19", "children": []}, {"name": null, "role": "AXTextField", "description": null, "role_description": "text field", "value": "", "position": "897.00;5082.00", "size": "64;19", "children": []}, {"name": null, "role": "AXTextField", "description": null, "role_description": "text field", "value": "6 KB", "position": "964.00;5082.00", "size": "64;19", "children": []}, {"name": null, "role": "AXTextField", "description": null, "role_description": "text field", "value": "Store", "position": "1031.00;5082.00", "size": "64;19", "children": []}]}, {"name": null, "role": "AXRow", "description": null, "role_description": "outline row", "value": null, "position": "158.00;5102.00", "size": "953;21", "children": [{"name": null, "role": "AXGroup", "description": null, "role_description": "group", "value": null, "position": "168.00;5102.00", "size": "208;21", "children": [{"name": null, "role": "AXDisclosureTriangle", "description": null, "role_description": "disclosure triangle", "value": 0, "position": "209.00;5103.00", "size": "13;19", "children": []}, {"name": null, "role": "AXTextField", "description": null, "role_description": "text field", "value": "1213230", "position": "222.00;5103.00", "size": "152;19", "children": []}]}, {"name": null, "role": "AXTextField", "description": null, "role_description": "text field", "value": "2023-12-14 16:10:26", "position": "377.00;5103.00", "size": "115;19", "children": []}, {"name": null, "role": "AXTextField", "description": null, "role_description": "text field", "value": "20 KB", "position": "495.00;5103.00", "size": "64;19", "children": []}, {"name": null, "role": "AXTextField", "description": null, "role_description": "text field", "value": "Folder", "position": "562.00;5103.00", "size": "137;19", "children": []}, {"name": null, "role": "AXTextField", "description": null, "role_description": "text field", "value": "20 KB", "position": "702.00;5103.00", "size": "60;19", "children": []}, {"name": null, "role": "AXTextField", "description": null, "role_description": "text field", "value": "drwxr-xr-x", "position": "765.00;5103.00", "size": "62;19", "children": []}, {"name": null, "role": "AXStaticText", "description": null, "role_description": "text", "value": "", "position": "830.00;5103.00", "size": "64;19", "children": []}, {"name": null, "role": "AXTextField", "description": null, "role_description": "text field", "value": "", "position": "897.00;5103.00", "size": "64;19", "children": []}, {"name": null, "role": "AXTextField", "description": null, "role_description": "text field", "value": "20 KB", "position": "964.00;5103.00", "size": "64;19", "children": []}, {"name": null, "role": "AXTextField", "description": null, "role_description": "text field", "value": "Store", "position": "1031.00;5103.00", "size": "64;19", "children": []}]}, {"name": null, "role": "AXRow", "description": null, "role_description": "outline row", "value": null, "position": "158.00;5123.00", "size": "953;21", "children": [{"name": null, "role": "AXGroup", "description": null, "role_description": "group", "value": null, "position": "168.00;5123.00", "size": "208;21", "children": [{"name": null, "role": "AXDisclosureTriangle", "description": null, "role_description": "disclosure triangle", "value": 0, "position": "209.00;5124.00", "size": "13;19", "children": []}, {"name": null, "role": "AXTextField", "description": null, "role_description": "text field", "value": "1216742", "position": "222.00;5124.00", "size": "152;19", "children": []}]}, {"name": null, "role": "AXTextField", "description": null, "role_description": "text field", "value": "2023-12-14 16:10:26", "position": "377.00;5124.00", "size": "115;19", "children": []}, {"name": null, "role": "AXTextField", "description": null, "role_description": "text field", "value": "5 KB", "position": "495.00;5124.00", "size": "64;19", "children": []}, {"name": null, "role": "AXTextField", "description": null, "role_description": "text field", "value": "Folder", "position": "562.00;5124.00", "size": "137;19", "children": []}, {"name": null, "role": "AXTextField", "description": null, "role_description": "text field", "value": "5 KB", "position": "702.00;5124.00", "size": "60;19", "children": []}, {"name": null, "role": "AXTextField", "description": null, "role_description": "text field", "value": "drwxr-xr-x", "position": "765.00;5124.00", "size": "62;19", "children": []}, {"name": null, "role": "AXStaticText", "description": null, "role_description": "text", "value": "", "position": "830.00;5124.00", "size": "64;19", "children": []}, {"name": null, "role": "AXTextField", "description": null, "role_description": "text field", "value": "", "position": "897.00;5124.00", "size": "64;19", "children": []}, {"name": null, "role": "AXTextField", "description": null, "role_description": "text field", "value": "5 KB", "position": "964.00;5124.00", "size": "64;19", "children": []}, {"name": null, "role": "AXTextField", "description": null, "role_description": "text field", "value": "Store", "position": "1031.00;5124.00", "size": "64;19", "children": []}]}, {"name": null, "role": "AXRow", "description": null, "role_description": "outline row", "value": null, "position": "158.00;5144.00", "size": "953;21", "children": [{"name": null, "role": "AXGroup", "description": null, "role_description": "group", "value": null, "position": "168.00;5144.00", "size": "208;21", "children": [{"name": null, "role": "AXDisclosureTriangle", "description": null, "role_description": "disclosure triangle", "value": 0, "position": "209.00;5145.00", "size": "13;19", "children": []}, {"name": null, "role": "AXTextField", "description": null, "role_description": "text field", "value": "1214015", "position": "222.00;5145.00", "size": "152;19", "children": []}]}, {"name": null, "role": "AXTextField", "description": null, "role_description": "text field", "value": "2023-12-14 16:10:28", "position": "377.00;5145.00", "size": "115;19", "children": []}, {"name": null, "role": "AXTextField", "description": null, "role_description": "text field", "value": "6 KB", "position": "495.00;5145.00", "size": "64;19", "children": []}, {"name": null, "role": "AXTextField", "description": null, "role_description": "text field", "value": "Folder", "position": "562.00;5145.00", "size": "137;19", "children": []}, {"name": null, "role": "AXTextField", "description": null, "role_description": "text field", "value": "5 KB", "position": "702.00;5145.00", "size": "60;19", "children": []}, {"name": null, "role": "AXTextField", "description": null, "role_description": "text field", "value": "drwxr-xr-x", "position": "765.00;5145.00", "size": "62;19", "children": []}, {"name": null, "role": "AXStaticText", "description": null, "role_description": "text", "value": "", "position": "830.00;5145.00", "size": "64;19", "children": []}, {"name": null, "role": "AXTextField", "description": null, "role_description": "text field", "value": "", "position": "897.00;5145.00", "size": "64;19", "children": []}, {"name": null, "role": "AXTextField", "description": null, "role_description": "text field", "value": "6 KB", "position": "964.00;5145.00", "size": "64;19", "children": []}, {"name": null, "role": "AXTextField", "description": null, "role_description": "text field", "value": "Store", "position": "1031.00;5145.00", "size": "64;19", "children": []}]}, {"name": null, "role": "AXRow", "description": null, "role_description": "outline row", "value": null, "position": "158.00;5165.00", "size": "953;21", "children": [{"name": null, "role": "AXGroup", "description": null, "role_description": "group", "value": null, "position": "168.00;5165.00", "size": "208;21", "children": [{"name": null, "role": "AXDisclosureTriangle", "description": null, "role_description": "disclosure triangle", "value": 0, "position": "209.00;5166.00", "size": "13;19", "children": []}, {"name": null, "role": "AXTextField", "description": null, "role_description": "text field", "value": "1211755", "position": "222.00;5166.00", "size": "152;19", "children": []}]}, {"name": null, "role": "AXTextField", "description": null, "role_description": "text field", "value": "2023-12-14 16:10:29", "position": "377.00;5166.00", "size": "115;19", "children": []}, {"name": null, "role": "AXTextField", "description": null, "role_description": "text field", "value": "34 KB", "position": "495.00;5166.00", "size": "64;19", "children": []}, {"name": null, "role": "AXTextField", "description": null, "role_description": "text field", "value": "Folder", "position": "562.00;5166.00", "size": "137;19", "children": []}, {"name": null, "role": "AXTextField", "description": null, "role_description": "text field", "value": "33 KB", "position": "702.00;5166.00", "size": "60;19", "children": []}, {"name": null, "role": "AXTextField", "description": null, "role_description": "text field", "value": "drwxr-xr-x", "position": "765.00;5166.00", "size": "62;19", "children": []}, {"name": null, "role": "AXStaticText", "description": null, "role_description": "text", "value": "", "position": "830.00;5166.00", "size": "64;19", "children": []}, {"name": null, "role": "AXTextField", "description": null, "role_description": "text field", "value": "", "position": "897.00;5166.00", "size": "64;19", "children": []}, {"name": null, "role": "AXTextField", "description": null, "role_description": "text field", "value": "34 KB", "position": "964.00;5166.00", "size": "64;19", "children": []}, {"name": null, "role": "AXTextField", "description": null, "role_description": "text field", "value": "Store", "position": "1031.00;5166.00", "size": "64;19", "children": []}]}, {"name": null, "role": "AXRow", "description": null, "role_description": "outline row", "value": null, "position": "158.00;5186.00", "size": "953;21", "children": [{"name": null, "role": "AXGroup", "description": null, "role_description": "group", "value": null, "position": "168.00;5186.00", "size": "208;21", "children": [{"name": null, "role": "AXDisclosureTriangle", "description": null, "role_description": "disclosure triangle", "value": 0, "position": "209.00;5187.00", "size": "13;19", "children": []}, {"name": null, "role": "AXTextField", "description": null, "role_description": "text field", "value": "1213002", "position": "222.00;5187.00", "size": "152;19", "children": []}]}, {"name": null, "role": "AXTextField", "description": null, "role_description": "text field", "value": "2023-12-14 16:10:30", "position": "377.00;5187.00", "size": "115;19", "children": []}, {"name": null, "role": "AXTextField", "description": null, "role_description": "text field", "value": "6 KB", "position": "495.00;5187.00", "size": "64;19", "children": []}, {"name": null, "role": "AXTextField", "description": null, "role_description": "text field", "value": "Folder", "position": "562.00;5187.00", "size": "137;19", "children": []}, {"name": null, "role": "AXTextField", "description": null, "role_description": "text field", "value": "6 KB", "position": "702.00;5187.00", "size": "60;19", "children": []}, {"name": null, "role": "AXTextField", "description": null, "role_description": "text field", "value": "drwxr-xr-x", "position": "765.00;5187.00", "size": "62;19", "children": []}, {"name": null, "role": "AXStaticText", "description": null, "role_description": "text", "value": "", "position": "830.00;5187.00", "size": "64;19", "children": []}, {"name": null, "role": "AXTextField", "description": null, "role_description": "text field", "value": "", "position": "897.00;5187.00", "size": "64;19", "children": []}, {"name": null, "role": "AXTextField", "description": null, "role_description": "text field", "value": "6 KB", "position": "964.00;5187.00", "size": "64;19", "children": []}, {"name": null, "role": "AXTextField", "description": null, "role_description": "text field", "value": "Store", "position": "1031.00;5187.00", "size": "64;19", "children": []}]}, {"name": null, "role": "AXRow", "description": null, "role_description": "outline row", "value": null, "position": "158.00;5207.00", "size": "953;21", "children": [{"name": null, "role": "AXGroup", "description": null, "role_description": "group", "value": null, "position": "168.00;5207.00", "size": "208;21", "children": [{"name": null, "role": "AXDisclosureTriangle", "description": null, "role_description": "disclosure triangle", "value": 0, "position": "209.00;5208.00", "size": "13;19", "children": []}, {"name": null, "role": "AXTextField", "description": null, "role_description": "text field", "value": "1219538", "position": "222.00;5208.00", "size": "152;19", "children": []}]}, {"name": null, "role": "AXTextField", "description": null, "role_description": "text field", "value": "2023-12-14 16:10:28", "position": "377.00;5208.00", "size": "115;19", "children": []}, {"name": null, "role": "AXTextField", "description": null, "role_description": "text field", "value": "13 KB", "position": "495.00;5208.00", "size": "64;19", "children": []}, {"name": null, "role": "AXTextField", "description": null, "role_description": "text field", "value": "Folder", "position": "562.00;5208.00", "size": "137;19", "children": []}, {"name": null, "role": "AXTextField", "description": null, "role_description": "text field", "value": "13 KB", "position": "702.00;5208.00", "size": "60;19", "children": []}, {"name": null, "role": "AXTextField", "description": null, "role_description": "text field", "value": "drwxr-xr-x", "position": "765.00;5208.00", "size": "62;19", "children": []}, {"name": null, "role": "AXStaticText", "description": null, "role_description": "text", "value": "", "position": "830.00;5208.00", "size": "64;19", "children": []}, {"name": null, "role": "AXTextField", "description": null, "role_description": "text field", "value": "", "position": "897.00;5208.00", "size": "64;19", "children": []}, {"name": null, "role": "AXTextField", "description": null, "role_description": "text field", "value": "13 KB", "position": "964.00;5208.00", "size": "64;19", "children": []}, {"name": null, "role": "AXTextField", "description": null, "role_description": "text field", "value": "Store", "position": "1031.00;5208.00", "size": "64;19", "children": []}]}, {"name": null, "role": "AXRow", "description": null, "role_description": "outline row", "value": null, "position": "158.00;5228.00", "size": "953;21", "children": [{"name": null, "role": "AXGroup", "description": null, "role_description": "group", "value": null, "position": "168.00;5228.00", "size": "208;21", "children": [{"name": null, "role": "AXDisclosureTriangle", "description": null, "role_description": "disclosure triangle", "value": 0, "position": "209.00;5229.00", "size": "13;19", "children": []}, {"name": null, "role": "AXTextField", "description": null, "role_description": "text field", "value": "1216570", "position": "222.00;5229.00", "size": "152;19", "children": []}]}, {"name": null, "role": "AXTextField", "description": null, "role_description": "text field", "value": "2023-12-14 16:10:26", "position": "377.00;5229.00", "size": "115;19", "children": []}, {"name": null, "role": "AXTextField", "description": null, "role_description": "text field", "value": "3 KB", "position": "495.00;5229.00", "size": "64;19", "children": []}, {"name": null, "role": "AXTextField", "description": null, "role_description": "text field", "value": "Folder", "position": "562.00;5229.00", "size": "137;19", "children": []}, {"name": null, "role": "AXTextField", "description": null, "role_description": "text field", "value": "3 KB", "position": "702.00;5229.00", "size": "60;19", "children": []}, {"name": null, "role": "AXTextField", "description": null, "role_description": "text field", "value": "drwxr-xr-x", "position": "765.00;5229.00", "size": "62;19", "children": []}, {"name": null, "role": "AXStaticText", "description": null, "role_description": "text", "value": "", "position": "830.00;5229.00", "size": "64;19", "children": []}, {"name": null, "role": "AXTextField", "description": null, "role_description": "text field", "value": "", "position": "897.00;5229.00", "size": "64;19", "children": []}, {"name": null, "role": "AXTextField", "description": null, "role_description": "text field", "value": "3 KB", "position": "964.00;5229.00", "size": "64;19", "children": []}, {"name": null, "role": "AXTextField", "description": null, "role_description": "text field", "value": "Store", "position": "1031.00;5229.00", "size": "64;19", "children": []}]}, {"name": null, "role": "AXRow", "description": null, "role_description": "outline row", "value": null, "position": "158.00;5249.00", "size": "953;21", "children": [{"name": null, "role": "AXGroup", "description": null, "role_description": "group", "value": null, "position": "168.00;5249.00", "size": "208;21", "children": [{"name": null, "role": "AXDisclosureTriangle", "description": null, "role_description": "disclosure triangle", "value": 0, "position": "209.00;5250.00", "size": "13;19", "children": []}, {"name": null, "role": "AXTextField", "description": null, "role_description": "text field", "value": "1211331", "position": "222.00;5250.00", "size": "152;19", "children": []}]}, {"name": null, "role": "AXTextField", "description": null, "role_description": "text field", "value": "2023-12-14 16:10:30", "position": "377.00;5250.00", "size": "115;19", "children": []}, {"name": null, "role": "AXTextField", "description": null, "role_description": "text field", "value": "9 KB", "position": "495.00;5250.00", "size": "64;19", "children": []}, {"name": null, "role": "AXTextField", "description": null, "role_description": "text field", "value": "Folder", "position": "562.00;5250.00", "size": "137;19", "children": []}, {"name": null, "role": "AXTextField", "description": null, "role_description": "text field", "value": "9 KB", "position": "702.00;5250.00", "size": "60;19", "children": []}, {"name": null, "role": "AXTextField", "description": null, "role_description": "text field", "value": "drwxr-xr-x", "position": "765.00;5250.00", "size": "62;19", "children": []}, {"name": null, "role": "AXStaticText", "description": null, "role_description": "text", "value": "", "position": "830.00;5250.00", "size": "64;19", "children": []}, {"name": null, "role": "AXTextField", "description": null, "role_description": "text field", "value": "", "position": "897.00;5250.00", "size": "64;19", "children": []}, {"name": null, "role": "AXTextField", "description": null, "role_description": "text field", "value": "9 KB", "position": "964.00;5250.00", "size": "64;19", "children": []}, {"name": null, "role": "AXTextField", "description": null, "role_description": "text field", "value": "Store", "position": "1031.00;5250.00", "size": "64;19", "children": []}]}, {"name": null, "role": "AXRow", "description": null, "role_description": "outline row", "value": null, "position": "158.00;5270.00", "size": "953;21", "children": [{"name": null, "role": "AXGroup", "description": null, "role_description": "group", "value": null, "position": "168.00;5270.00", "size": "208;21", "children": [{"name": null, "role": "AXDisclosureTriangle", "description": null, "role_description": "disclosure triangle", "value": 0, "position": "209.00;5271.00", "size": "13;19", "children": []}, {"name": null, "role": "AXTextField", "description": null, "role_description": "text field", "value": "1216928", "position": "222.00;5271.00", "size": "152;19", "children": []}]}, {"name": null, "role": "AXTextField", "description": null, "role_description": "text field", "value": "2023-12-14 16:10:27", "position": "377.00;5271.00", "size": "115;19", "children": []}, {"name": null, "role": "AXTextField", "description": null, "role_description": "text field", "value": "3 KB", "position": "495.00;5271.00", "size": "64;19", "children": []}, {"name": null, "role": "AXTextField", "description": null, "role_description": "text field", "value": "Folder", "position": "562.00;5271.00", "size": "137;19", "children": []}, {"name": null, "role": "AXTextField", "description": null, "role_description": "text field", "value": "3 KB", "position": "702.00;5271.00", "size": "60;19", "children": []}, {"name": null, "role": "AXTextField", "description": null, "role_description": "text field", "value": "drwxr-xr-x", "position": "765.00;5271.00", "size": "62;19", "children": []}, {"name": null, "role": "AXStaticText", "description": null, "role_description": "text", "value": "", "position": "830.00;5271.00", "size": "64;19", "children": []}, {"name": null, "role": "AXTextField", "description": null, "role_description": "text field", "value": "", "position": "897.00;5271.00", "size": "64;19", "children": []}, {"name": null, "role": "AXTextField", "description": null, "role_description": "text field", "value": "3 KB", "position": "964.00;5271.00", "size": "64;19", "children": []}, {"name": null, "role": "AXTextField", "description": null, "role_description": "text field", "value": "Store", "position": "1031.00;5271.00", "size": "64;19", "children": []}]}, {"name": null, "role": "AXRow", "description": null, "role_description": "outline row", "value": null, "position": "158.00;5291.00", "size": "953;21", "children": [{"name": null, "role": "AXGroup", "description": null, "role_description": "group", "value": null, "position": "168.00;5291.00", "size": "208;21", "children": [{"name": null, "role": "AXDisclosureTriangle", "description": null, "role_description": "disclosure triangle", "value": 0, "position": "209.00;5292.00", "size": "13;19", "children": []}, {"name": null, "role": "AXTextField", "description": null, "role_description": "text field", "value": "1219960", "position": "222.00;5292.00", "size": "152;19", "children": []}]}, {"name": null, "role": "AXTextField", "description": null, "role_description": "text field", "value": "2023-12-14 16:10:27", "position": "377.00;5292.00", "size": "115;19", "children": []}, {"name": null, "role": "AXTextField", "description": null, "role_description": "text field", "value": "5 KB", "position": "495.00;5292.00", "size": "64;19", "children": []}, {"name": null, "role": "AXTextField", "description": null, "role_description": "text field", "value": "Folder", "position": "562.00;5292.00", "size": "137;19", "children": []}, {"name": null, "role": "AXTextField", "description": null, "role_description": "text field", "value": "4 KB", "position": "702.00;5292.00", "size": "60;19", "children": []}, {"name": null, "role": "AXTextField", "description": null, "role_description": "text field", "value": "drwxr-xr-x", "position": "765.00;5292.00", "size": "62;19", "children": []}, {"name": null, "role": "AXStaticText", "description": null, "role_description": "text", "value": "", "position": "830.00;5292.00", "size": "64;19", "children": []}, {"name": null, "role": "AXTextField", "description": null, "role_description": "text field", "value": "", "position": "897.00;5292.00", "size": "64;19", "children": []}, {"name": null, "role": "AXTextField", "description": null, "role_description": "text field", "value": "5 KB", "position": "964.00;5292.00", "size": "64;19", "children": []}, {"name": null, "role": "AXTextField", "description": null, "role_description": "text field", "value": "Store", "position": "1031.00;5292.00", "size": "64;19", "children": []}]}, {"name": null, "role": "AXRow", "description": null, "role_description": "outline row", "value": null, "position": "158.00;5312.00", "size": "953;21", "children": [{"name": null, "role": "AXGroup", "description": null, "role_description": "group", "value": null, "position": "168.00;5312.00", "size": "208;21", "children": [{"name": null, "role": "AXDisclosureTriangle", "description": null, "role_description": "disclosure triangle", "value": 0, "position": "209.00;5313.00", "size": "13;19", "children": []}, {"name": null, "role": "AXTextField", "description": null, "role_description": "text field", "value": "1216114", "position": "222.00;5313.00", "size": "152;19", "children": []}]}, {"name": null, "role": "AXTextField", "description": null, "role_description": "text field", "value": "2023-12-14 16:10:26", "position": "377.00;5313.00", "size": "115;19", "children": []}, {"name": null, "role": "AXTextField", "description": null, "role_description": "text field", "value": "6 KB", "position": "495.00;5313.00", "size": "64;19", "children": []}, {"name": null, "role": "AXTextField", "description": null, "role_description": "text field", "value": "Folder", "position": "562.00;5313.00", "size": "137;19", "children": []}, {"name": null, "role": "AXTextField", "description": null, "role_description": "text field", "value": "6 KB", "position": "702.00;5313.00", "size": "60;19", "children": []}, {"name": null, "role": "AXTextField", "description": null, "role_description": "text field", "value": "drwxr-xr-x", "position": "765.00;5313.00", "size": "62;19", "children": []}, {"name": null, "role": "AXStaticText", "description": null, "role_description": "text", "value": "", "position": "830.00;5313.00", "size": "64;19", "children": []}, {"name": null, "role": "AXTextField", "description": null, "role_description": "text field", "value": "", "position": "897.00;5313.00", "size": "64;19", "children": []}, {"name": null, "role": "AXTextField", "description": null, "role_description": "text field", "value": "6 KB", "position": "964.00;5313.00", "size": "64;19", "children": []}, {"name": null, "role": "AXTextField", "description": null, "role_description": "text field", "value": "Store", "position": "1031.00;5313.00", "size": "64;19", "children": []}]}, {"name": null, "role": "AXRow", "description": null, "role_description": "outline row", "value": null, "position": "158.00;5333.00", "size": "953;21", "children": [{"name": null, "role": "AXGroup", "description": null, "role_description": "group", "value": null, "position": "168.00;5333.00", "size": "208;21", "children": [{"name": null, "role": "AXDisclosureTriangle", "description": null, "role_description": "disclosure triangle", "value": 0, "position": "209.00;5334.00", "size": "13;19", "children": []}, {"name": null, "role": "AXTextField", "description": null, "role_description": "text field", "value": "1212786", "position": "222.00;5334.00", "size": "152;19", "children": []}]}, {"name": null, "role": "AXTextField", "description": null, "role_description": "text field", "value": "2023-12-14 16:10:26", "position": "377.00;5334.00", "size": "115;19", "children": []}, {"name": null, "role": "AXTextField", "description": null, "role_description": "text field", "value": "6 KB", "position": "495.00;5334.00", "size": "64;19", "children": []}, {"name": null, "role": "AXTextField", "description": null, "role_description": "text field", "value": "Folder", "position": "562.00;5334.00", "size": "137;19", "children": []}, {"name": null, "role": "AXTextField", "description": null, "role_description": "text field", "value": "6 KB", "position": "702.00;5334.00", "size": "60;19", "children": []}, {"name": null, "role": "AXTextField", "description": null, "role_description": "text field", "value": "drwxr-xr-x", "position": "765.00;5334.00", "size": "62;19", "children": []}, {"name": null, "role": "AXStaticText", "description": null, "role_description": "text", "value": "", "position": "830.00;5334.00", "size": "64;19", "children": []}, {"name": null, "role": "AXTextField", "description": null, "role_description": "text field", "value": "", "position": "897.00;5334.00", "size": "64;19", "children": []}, {"name": null, "role": "AXTextField", "description": null, "role_description": "text field", "value": "6 KB", "position": "964.00;5334.00", "size": "64;19", "children": []}, {"name": null, "role": "AXTextField", "description": null, "role_description": "text field", "value": "Store", "position": "1031.00;5334.00", "size": "64;19", "children": []}]}, {"name": null, "role": "AXRow", "description": null, "role_description": "outline row", "value": null, "position": "158.00;5354.00", "size": "953;21", "children": [{"name": null, "role": "AXGroup", "description": null, "role_description": "group", "value": null, "position": "168.00;5354.00", "size": "208;21", "children": [{"name": null, "role": "AXDisclosureTriangle", "description": null, "role_description": "disclosure triangle", "value": 0, "position": "209.00;5355.00", "size": "13;19", "children": []}, {"name": null, "role": "AXTextField", "description": null, "role_description": "text field", "value": "1213654", "position": "222.00;5355.00", "size": "152;19", "children": []}]}, {"name": null, "role": "AXTextField", "description": null, "role_description": "text field", "value": "2023-12-14 16:10:29", "position": "377.00;5355.00", "size": "115;19", "children": []}, {"name": null, "role": "AXTextField", "description": null, "role_description": "text field", "value": "4 KB", "position": "495.00;5355.00", "size": "64;19", "children": []}, {"name": null, "role": "AXTextField", "description": null, "role_description": "text field", "value": "Folder", "position": "562.00;5355.00", "size": "137;19", "children": []}, {"name": null, "role": "AXTextField", "description": null, "role_description": "text field", "value": "4 KB", "position": "702.00;5355.00", "size": "60;19", "children": []}, {"name": null, "role": "AXTextField", "description": null, "role_description": "text field", "value": "drwxr-xr-x", "position": "765.00;5355.00", "size": "62;19", "children": []}, {"name": null, "role": "AXStaticText", "description": null, "role_description": "text", "value": "", "position": "830.00;5355.00", "size": "64;19", "children": []}, {"name": null, "role": "AXTextField", "description": null, "role_description": "text field", "value": "", "position": "897.00;5355.00", "size": "64;19", "children": []}, {"name": null, "role": "AXTextField", "description": null, "role_description": "text field", "value": "4 KB", "position": "964.00;5355.00", "size": "64;19", "children": []}, {"name": null, "role": "AXTextField", "description": null, "role_description": "text field", "value": "Store", "position": "1031.00;5355.00", "size": "64;19", "children": []}]}, {"name": null, "role": "AXRow", "description": null, "role_description": "outline row", "value": null, "position": "158.00;5375.00", "size": "953;21", "children": [{"name": null, "role": "AXGroup", "description": null, "role_description": "group", "value": null, "position": "168.00;5375.00", "size": "208;21", "children": [{"name": null, "role": "AXDisclosureTriangle", "description": null, "role_description": "disclosure triangle", "value": 0, "position": "209.00;5376.00", "size": "13;19", "children": []}, {"name": null, "role": "AXTextField", "description": null, "role_description": "text field", "value": "1216326", "position": "222.00;5376.00", "size": "152;19", "children": []}]}, {"name": null, "role": "AXTextField", "description": null, "role_description": "text field", "value": "2023-12-14 16:10:29", "position": "377.00;5376.00", "size": "115;19", "children": []}, {"name": null, "role": "AXTextField", "description": null, "role_description": "text field", "value": "6 KB", "position": "495.00;5376.00", "size": "64;19", "children": []}, {"name": null, "role": "AXTextField", "description": null, "role_description": "text field", "value": "Folder", "position": "562.00;5376.00", "size": "137;19", "children": []}, {"name": null, "role": "AXTextField", "description": null, "role_description": "text field", "value": "6 KB", "position": "702.00;5376.00", "size": "60;19", "children": []}, {"name": null, "role": "AXTextField", "description": null, "role_description": "text field", "value": "drwxr-xr-x", "position": "765.00;5376.00", "size": "62;19", "children": []}, {"name": null, "role": "AXStaticText", "description": null, "role_description": "text", "value": "", "position": "830.00;5376.00", "size": "64;19", "children": []}, {"name": null, "role": "AXTextField", "description": null, "role_description": "text field", "value": "", "position": "897.00;5376.00", "size": "64;19", "children": []}, {"name": null, "role": "AXTextField", "description": null, "role_description": "text field", "value": "6 KB", "position": "964.00;5376.00", "size": "64;19", "children": []}, {"name": null, "role": "AXTextField", "description": null, "role_description": "text field", "value": "Store", "position": "1031.00;5376.00", "size": "64;19", "children": []}]}, {"name": null, "role": "AXRow", "description": null, "role_description": "outline row", "value": null, "position": "158.00;5396.00", "size": "953;21", "children": [{"name": null, "role": "AXGroup", "description": null, "role_description": "group", "value": null, "position": "168.00;5396.00", "size": "208;21", "children": [{"name": null, "role": "AXDisclosureTriangle", "description": null, "role_description": "disclosure triangle", "value": 0, "position": "209.00;5397.00", "size": "13;19", "children": []}, {"name": null, "role": "AXTextField", "description": null, "role_description": "text field", "value": "1214471", "position": "222.00;5397.00", "size": "152;19", "children": []}]}, {"name": null, "role": "AXTextField", "description": null, "role_description": "text field", "value": "2023-12-14 16:10:32", "position": "377.00;5397.00", "size": "115;19", "children": []}, {"name": null, "role": "AXTextField", "description": null, "role_description": "text field", "value": "6 KB", "position": "495.00;5397.00", "size": "64;19", "children": []}, {"name": null, "role": "AXTextField", "description": null, "role_description": "text field", "value": "Folder", "position": "562.00;5397.00", "size": "137;19", "children": []}, {"name": null, "role": "AXTextField", "description": null, "role_description": "text field", "value": "5 KB", "position": "702.00;5397.00", "size": "60;19", "children": []}, {"name": null, "role": "AXTextField", "description": null, "role_description": "text field", "value": "drwxr-xr-x", "position": "765.00;5397.00", "size": "62;19", "children": []}, {"name": null, "role": "AXStaticText", "description": null, "role_description": "text", "value": "", "position": "830.00;5397.00", "size": "64;19", "children": []}, {"name": null, "role": "AXTextField", "description": null, "role_description": "text field", "value": "", "position": "897.00;5397.00", "size": "64;19", "children": []}, {"name": null, "role": "AXTextField", "description": null, "role_description": "text field", "value": "6 KB", "position": "964.00;5397.00", "size": "64;19", "children": []}, {"name": null, "role": "AXTextField", "description": null, "role_description": "text field", "value": "Store", "position": "1031.00;5397.00", "size": "64;19", "children": []}]}, {"name": null, "role": "AXRow", "description": null, "role_description": "outline row", "value": null, "position": "158.00;5417.00", "size": "953;21", "children": [{"name": null, "role": "AXGroup", "description": null, "role_description": "group", "value": null, "position": "168.00;5417.00", "size": "208;21", "children": [{"name": null, "role": "AXDisclosureTriangle", "description": null, "role_description": "disclosure triangle", "value": 0, "position": "209.00;5418.00", "size": "13;19", "children": []}, {"name": null, "role": "AXTextField", "description": null, "role_description": "text field", "value": "1211103", "position": "222.00;5418.00", "size": "152;19", "children": []}]}, {"name": null, "role": "AXTextField", "description": null, "role_description": "text field", "value": "2023-12-14 16:10:29", "position": "377.00;5418.00", "size": "115;19", "children": []}, {"name": null, "role": "AXTextField", "description": null, "role_description": "text field", "value": "6 KB", "position": "495.00;5418.00", "size": "64;19", "children": []}, {"name": null, "role": "AXTextField", "description": null, "role_description": "text field", "value": "Folder", "position": "562.00;5418.00", "size": "137;19", "children": []}, {"name": null, "role": "AXTextField", "description": null, "role_description": "text field", "value": "5 KB", "position": "702.00;5418.00", "size": "60;19", "children": []}, {"name": null, "role": "AXTextField", "description": null, "role_description": "text field", "value": "drwxr-xr-x", "position": "765.00;5418.00", "size": "62;19", "children": []}, {"name": null, "role": "AXStaticText", "description": null, "role_description": "text", "value": "", "position": "830.00;5418.00", "size": "64;19", "children": []}, {"name": null, "role": "AXTextField", "description": null, "role_description": "text field", "value": "", "position": "897.00;5418.00", "size": "64;19", "children": []}, {"name": null, "role": "AXTextField", "description": null, "role_description": "text field", "value": "6 KB", "position": "964.00;5418.00", "size": "64;19", "children": []}, {"name": null, "role": "AXTextField", "description": null, "role_description": "text field", "value": "Store", "position": "1031.00;5418.00", "size": "64;19", "children": []}]}, {"name": null, "role": "AXRow", "description": null, "role_description": "outline row", "value": null, "position": "158.00;5438.00", "size": "953;21", "children": [{"name": null, "role": "AXGroup", "description": null, "role_description": "group", "value": null, "position": "168.00;5438.00", "size": "208;21", "children": [{"name": null, "role": "AXDisclosureTriangle", "description": null, "role_description": "disclosure triangle", "value": 0, "position": "209.00;5439.00", "size": "13;19", "children": []}, {"name": null, "role": "AXTextField", "description": null, "role_description": "text field", "value": "1215765", "position": "222.00;5439.00", "size": "152;19", "children": []}]}, {"name": null, "role": "AXTextField", "description": null, "role_description": "text field", "value": "2023-12-14 16:10:27", "position": "377.00;5439.00", "size": "115;19", "children": []}, {"name": null, "role": "AXTextField", "description": null, "role_description": "text field", "value": "19 KB", "position": "495.00;5439.00", "size": "64;19", "children": []}, {"name": null, "role": "AXTextField", "description": null, "role_description": "text field", "value": "Folder", "position": "562.00;5439.00", "size": "137;19", "children": []}, {"name": null, "role": "AXTextField", "description": null, "role_description": "text field", "value": "19 KB", "position": "702.00;5439.00", "size": "60;19", "children": []}, {"name": null, "role": "AXTextField", "description": null, "role_description": "text field", "value": "drwxr-xr-x", "position": "765.00;5439.00", "size": "62;19", "children": []}, {"name": null, "role": "AXStaticText", "description": null, "role_description": "text", "value": "", "position": "830.00;5439.00", "size": "64;19", "children": []}, {"name": null, "role": "AXTextField", "description": null, "role_description": "text field", "value": "", "position": "897.00;5439.00", "size": "64;19", "children": []}, {"name": null, "role": "AXTextField", "description": null, "role_description": "text field", "value": "19 KB", "position": "964.00;5439.00", "size": "64;19", "children": []}, {"name": null, "role": "AXTextField", "description": null, "role_description": "text field", "value": "Store", "position": "1031.00;5439.00", "size": "64;19", "children": []}]}, {"name": null, "role": "AXRow", "description": null, "role_description": "outline row", "value": null, "position": "158.00;5459.00", "size": "953;21", "children": [{"name": null, "role": "AXGroup", "description": null, "role_description": "group", "value": null, "position": "168.00;5459.00", "size": "208;21", "children": [{"name": null, "role": "AXDisclosureTriangle", "description": null, "role_description": "disclosure triangle", "value": 0, "position": "209.00;5460.00", "size": "13;19", "children": []}, {"name": null, "role": "AXTextField", "description": null, "role_description": "text field", "value": "1212540", "position": "222.00;5460.00", "size": "152;19", "children": []}]}, {"name": null, "role": "AXTextField", "description": null, "role_description": "text field", "value": "2023-12-14 16:10:27", "position": "377.00;5460.00", "size": "115;19", "children": []}, {"name": null, "role": "AXTextField", "description": null, "role_description": "text field", "value": "6 KB", "position": "495.00;5460.00", "size": "64;19", "children": []}, {"name": null, "role": "AXTextField", "description": null, "role_description": "text field", "value": "Folder", "position": "562.00;5460.00", "size": "137;19", "children": []}, {"name": null, "role": "AXTextField", "description": null, "role_description": "text field", "value": "6 KB", "position": "702.00;5460.00", "size": "60;19", "children": []}, {"name": null, "role": "AXTextField", "description": null, "role_description": "text field", "value": "drwxr-xr-x", "position": "765.00;5460.00", "size": "62;19", "children": []}, {"name": null, "role": "AXStaticText", "description": null, "role_description": "text", "value": "", "position": "830.00;5460.00", "size": "64;19", "children": []}, {"name": null, "role": "AXTextField", "description": null, "role_description": "text field", "value": "", "position": "897.00;5460.00", "size": "64;19", "children": []}, {"name": null, "role": "AXTextField", "description": null, "role_description": "text field", "value": "6 KB", "position": "964.00;5460.00", "size": "64;19", "children": []}, {"name": null, "role": "AXTextField", "description": null, "role_description": "text field", "value": "Store", "position": "1031.00;5460.00", "size": "64;19", "children": []}]}, {"name": null, "role": "AXRow", "description": null, "role_description": "outline row", "value": null, "position": "158.00;5480.00", "size": "953;21", "children": [{"name": null, "role": "AXGroup", "description": null, "role_description": "group", "value": null, "position": "168.00;5480.00", "size": "208;21", "children": [{"name": null, "role": "AXDisclosureTriangle", "description": null, "role_description": "disclosure triangle", "value": 0, "position": "209.00;5481.00", "size": "13;19", "children": []}, {"name": null, "role": "AXTextField", "description": null, "role_description": "text field", "value": "1213492", "position": "222.00;5481.00", "size": "152;19", "children": []}]}, {"name": null, "role": "AXTextField", "description": null, "role_description": "text field", "value": "2023-12-14 16:10:30", "position": "377.00;5481.00", "size": "115;19", "children": []}, {"name": null, "role": "AXTextField", "description": null, "role_description": "text field", "value": "7 KB", "position": "495.00;5481.00", "size": "64;19", "children": []}, {"name": null, "role": "AXTextField", "description": null, "role_description": "text field", "value": "Folder", "position": "562.00;5481.00", "size": "137;19", "children": []}, {"name": null, "role": "AXTextField", "description": null, "role_description": "text field", "value": "7 KB", "position": "702.00;5481.00", "size": "60;19", "children": []}, {"name": null, "role": "AXTextField", "description": null, "role_description": "text field", "value": "drwxr-xr-x", "position": "765.00;5481.00", "size": "62;19", "children": []}, {"name": null, "role": "AXStaticText", "description": null, "role_description": "text", "value": "", "position": "830.00;5481.00", "size": "64;19", "children": []}, {"name": null, "role": "AXTextField", "description": null, "role_description": "text field", "value": "", "position": "897.00;5481.00", "size": "64;19", "children": []}, {"name": null, "role": "AXTextField", "description": null, "role_description": "text field", "value": "7 KB", "position": "964.00;5481.00", "size": "64;19", "children": []}, {"name": null, "role": "AXTextField", "description": null, "role_description": "text field", "value": "Store", "position": "1031.00;5481.00", "size": "64;19", "children": []}]}, {"name": null, "role": "AXRow", "description": null, "role_description": "outline row", "value": null, "position": "158.00;5501.00", "size": "953;21", "children": [{"name": null, "role": "AXGroup", "description": null, "role_description": "group", "value": null, "position": "168.00;5501.00", "size": "208;21", "children": [{"name": null, "role": "AXDisclosureTriangle", "description": null, "role_description": "disclosure triangle", "value": 0, "position": "209.00;5502.00", "size": "13;19", "children": []}, {"name": null, "role": "AXTextField", "description": null, "role_description": "text field", "value": "1219994", "position": "222.00;5502.00", "size": "152;19", "children": []}]}, {"name": null, "role": "AXTextField", "description": null, "role_description": "text field", "value": "2023-12-14 16:10:27", "position": "377.00;5502.00", "size": "115;19", "children": []}, {"name": null, "role": "AXTextField", "description": null, "role_description": "text field", "value": "6 KB", "position": "495.00;5502.00", "size": "64;19", "children": []}, {"name": null, "role": "AXTextField", "description": null, "role_description": "text field", "value": "Folder", "position": "562.00;5502.00", "size": "137;19", "children": []}, {"name": null, "role": "AXTextField", "description": null, "role_description": "text field", "value": "6 KB", "position": "702.00;5502.00", "size": "60;19", "children": []}, {"name": null, "role": "AXTextField", "description": null, "role_description": "text field", "value": "drwxr-xr-x", "position": "765.00;5502.00", "size": "62;19", "children": []}, {"name": null, "role": "AXStaticText", "description": null, "role_description": "text", "value": "", "position": "830.00;5502.00", "size": "64;19", "children": []}, {"name": null, "role": "AXTextField", "description": null, "role_description": "text field", "value": "", "position": "897.00;5502.00", "size": "64;19", "children": []}, {"name": null, "role": "AXTextField", "description": null, "role_description": "text field", "value": "6 KB", "position": "964.00;5502.00", "size": "64;19", "children": []}, {"name": null, "role": "AXTextField", "description": null, "role_description": "text field", "value": "Store", "position": "1031.00;5502.00", "size": "64;19", "children": []}]}, {"name": null, "role": "AXRow", "description": null, "role_description": "outline row", "value": null, "position": "158.00;5522.00", "size": "953;21", "children": [{"name": null, "role": "AXGroup", "description": null, "role_description": "group", "value": null, "position": "168.00;5522.00", "size": "208;21", "children": [{"name": null, "role": "AXDisclosureTriangle", "description": null, "role_description": "disclosure triangle", "value": 0, "position": "209.00;5523.00", "size": "13;19", "children": []}, {"name": null, "role": "AXTextField", "description": null, "role_description": "text field", "value": "1218846", "position": "222.00;5523.00", "size": "152;19", "children": []}]}, {"name": null, "role": "AXTextField", "description": null, "role_description": "text field", "value": "2023-12-14 16:10:29", "position": "377.00;5523.00", "size": "115;19", "children": []}, {"name": null, "role": "AXTextField", "description": null, "role_description": "text field", "value": "3 KB", "position": "495.00;5523.00", "size": "64;19", "children": []}, {"name": null, "role": "AXTextField", "description": null, "role_description": "text field", "value": "Folder", "position": "562.00;5523.00", "size": "137;19", "children": []}, {"name": null, "role": "AXTextField", "description": null, "role_description": "text field", "value": "3 KB", "position": "702.00;5523.00", "size": "60;19", "children": []}, {"name": null, "role": "AXTextField", "description": null, "role_description": "text field", "value": "drwxr-xr-x", "position": "765.00;5523.00", "size": "62;19", "children": []}, {"name": null, "role": "AXStaticText", "description": null, "role_description": "text", "value": "", "position": "830.00;5523.00", "size": "64;19", "children": []}, {"name": null, "role": "AXTextField", "description": null, "role_description": "text field", "value": "", "position": "897.00;5523.00", "size": "64;19", "children": []}, {"name": null, "role": "AXTextField", "description": null, "role_description": "text field", "value": "3 KB", "position": "964.00;5523.00", "size": "64;19", "children": []}, {"name": null, "role": "AXTextField", "description": null, "role_description": "text field", "value": "Store", "position": "1031.00;5523.00", "size": "64;19", "children": []}]}, {"name": null, "role": "AXRow", "description": null, "role_description": "outline row", "value": null, "position": "158.00;5543.00", "size": "953;21", "children": [{"name": null, "role": "AXGroup", "description": null, "role_description": "group", "value": null, "position": "168.00;5543.00", "size": "208;21", "children": [{"name": null, "role": "AXDisclosureTriangle", "description": null, "role_description": "disclosure triangle", "value": 0, "position": "209.00;5544.00", "size": "13;19", "children": []}, {"name": null, "role": "AXTextField", "description": null, "role_description": "text field", "value": "1212772", "position": "222.00;5544.00", "size": "152;19", "children": []}]}, {"name": null, "role": "AXTextField", "description": null, "role_description": "text field", "value": "2023-12-14 16:10:26", "position": "377.00;5544.00", "size": "115;19", "children": []}, {"name": null, "role": "AXTextField", "description": null, "role_description": "text field", "value": "3 KB", "position": "495.00;5544.00", "size": "64;19", "children": []}, {"name": null, "role": "AXTextField", "description": null, "role_description": "text field", "value": "Folder", "position": "562.00;5544.00", "size": "137;19", "children": []}, {"name": null, "role": "AXTextField", "description": null, "role_description": "text field", "value": "3 KB", "position": "702.00;5544.00", "size": "60;19", "children": []}, {"name": null, "role": "AXTextField", "description": null, "role_description": "text field", "value": "drwxr-xr-x", "position": "765.00;5544.00", "size": "62;19", "children": []}, {"name": null, "role": "AXStaticText", "description": null, "role_description": "text", "value": "", "position": "830.00;5544.00", "size": "64;19", "children": []}, {"name": null, "role": "AXTextField", "description": null, "role_description": "text field", "value": "", "position": "897.00;5544.00", "size": "64;19", "children": []}, {"name": null, "role": "AXTextField", "description": null, "role_description": "text field", "value": "3 KB", "position": "964.00;5544.00", "size": "64;19", "children": []}, {"name": null, "role": "AXTextField", "description": null, "role_description": "text field", "value": "Store", "position": "1031.00;5544.00", "size": "64;19", "children": []}]}, {"name": null, "role": "AXRow", "description": null, "role_description": "outline row", "value": null, "position": "158.00;5564.00", "size": "953;21", "children": [{"name": null, "role": "AXGroup", "description": null, "role_description": "group", "value": null, "position": "168.00;5564.00", "size": "208;21", "children": [{"name": null, "role": "AXDisclosureTriangle", "description": null, "role_description": "disclosure triangle", "value": 0, "position": "209.00;5565.00", "size": "13;19", "children": []}, {"name": null, "role": "AXTextField", "description": null, "role_description": "text field", "value": "1217200", "position": "222.00;5565.00", "size": "152;19", "children": []}]}, {"name": null, "role": "AXTextField", "description": null, "role_description": "text field", "value": "2023-12-14 16:10:27", "position": "377.00;5565.00", "size": "115;19", "children": []}, {"name": null, "role": "AXTextField", "description": null, "role_description": "text field", "value": "10 KB", "position": "495.00;5565.00", "size": "64;19", "children": []}, {"name": null, "role": "AXTextField", "description": null, "role_description": "text field", "value": "Folder", "position": "562.00;5565.00", "size": "137;19", "children": []}, {"name": null, "role": "AXTextField", "description": null, "role_description": "text field", "value": "9 KB", "position": "702.00;5565.00", "size": "60;19", "children": []}, {"name": null, "role": "AXTextField", "description": null, "role_description": "text field", "value": "drwxr-xr-x", "position": "765.00;5565.00", "size": "62;19", "children": []}, {"name": null, "role": "AXStaticText", "description": null, "role_description": "text", "value": "", "position": "830.00;5565.00", "size": "64;19", "children": []}, {"name": null, "role": "AXTextField", "description": null, "role_description": "text field", "value": "", "position": "897.00;5565.00", "size": "64;19", "children": []}, {"name": null, "role": "AXTextField", "description": null, "role_description": "text field", "value": "10 KB", "position": "964.00;5565.00", "size": "64;19", "children": []}, {"name": null, "role": "AXTextField", "description": null, "role_description": "text field", "value": "Store", "position": "1031.00;5565.00", "size": "64;19", "children": []}]}, {"name": null, "role": "AXRow", "description": null, "role_description": "outline row", "value": null, "position": "158.00;5585.00", "size": "953;21", "children": [{"name": null, "role": "AXGroup", "description": null, "role_description": "group", "value": null, "position": "168.00;5585.00", "size": "208;21", "children": [{"name": null, "role": "AXDisclosureTriangle", "description": null, "role_description": "disclosure triangle", "value": 0, "position": "209.00;5586.00", "size": "13;19", "children": []}, {"name": null, "role": "AXTextField", "description": null, "role_description": "text field", "value": "1214485", "position": "222.00;5586.00", "size": "152;19", "children": []}]}, {"name": null, "role": "AXTextField", "description": null, "role_description": "text field", "value": "2023-12-14 16:10:31", "position": "377.00;5586.00", "size": "115;19", "children": []}, {"name": null, "role": "AXTextField", "description": null, "role_description": "text field", "value": "5 KB", "position": "495.00;5586.00", "size": "64;19", "children": []}, {"name": null, "role": "AXTextField", "description": null, "role_description": "text field", "value": "Folder", "position": "562.00;5586.00", "size": "137;19", "children": []}, {"name": null, "role": "AXTextField", "description": null, "role_description": "text field", "value": "5 KB", "position": "702.00;5586.00", "size": "60;19", "children": []}, {"name": null, "role": "AXTextField", "description": null, "role_description": "text field", "value": "drwxr-xr-x", "position": "765.00;5586.00", "size": "62;19", "children": []}, {"name": null, "role": "AXStaticText", "description": null, "role_description": "text", "value": "", "position": "830.00;5586.00", "size": "64;19", "children": []}, {"name": null, "role": "AXTextField", "description": null, "role_description": "text field", "value": "", "position": "897.00;5586.00", "size": "64;19", "children": []}, {"name": null, "role": "AXTextField", "description": null, "role_description": "text field", "value": "5 KB", "position": "964.00;5586.00", "size": "64;19", "children": []}, {"name": null, "role": "AXTextField", "description": null, "role_description": "text field", "value": "Store", "position": "1031.00;5586.00", "size": "64;19", "children": []}]}, {"name": null, "role": "AXRow", "description": null, "role_description": "outline row", "value": null, "position": "158.00;5606.00", "size": "953;21", "children": [{"name": null, "role": "AXGroup", "description": null, "role_description": "group", "value": null, "position": "168.00;5606.00", "size": "208;21", "children": [{"name": null, "role": "AXDisclosureTriangle", "description": null, "role_description": "disclosure triangle", "value": 0, "position": "209.00;5607.00", "size": "13;19", "children": []}, {"name": null, "role": "AXTextField", "description": null, "role_description": "text field", "value": "1210819", "position": "222.00;5607.00", "size": "152;19", "children": []}]}, {"name": null, "role": "AXTextField", "description": null, "role_description": "text field", "value": "2023-12-14 16:10:29", "position": "377.00;5607.00", "size": "115;19", "children": []}, {"name": null, "role": "AXTextField", "description": null, "role_description": "text field", "value": "6 KB", "position": "495.00;5607.00", "size": "64;19", "children": []}, {"name": null, "role": "AXTextField", "description": null, "role_description": "text field", "value": "Folder", "position": "562.00;5607.00", "size": "137;19", "children": []}, {"name": null, "role": "AXTextField", "description": null, "role_description": "text field", "value": "6 KB", "position": "702.00;5607.00", "size": "60;19", "children": []}, {"name": null, "role": "AXTextField", "description": null, "role_description": "text field", "value": "drwxr-xr-x", "position": "765.00;5607.00", "size": "62;19", "children": []}, {"name": null, "role": "AXStaticText", "description": null, "role_description": "text", "value": "", "position": "830.00;5607.00", "size": "64;19", "children": []}, {"name": null, "role": "AXTextField", "description": null, "role_description": "text field", "value": "", "position": "897.00;5607.00", "size": "64;19", "children": []}, {"name": null, "role": "AXTextField", "description": null, "role_description": "text field", "value": "6 KB", "position": "964.00;5607.00", "size": "64;19", "children": []}, {"name": null, "role": "AXTextField", "description": null, "role_description": "text field", "value": "Store", "position": "1031.00;5607.00", "size": "64;19", "children": []}]}, {"name": null, "role": "AXRow", "description": null, "role_description": "outline row", "value": null, "position": "158.00;5627.00", "size": "953;21", "children": [{"name": null, "role": "AXGroup", "description": null, "role_description": "group", "value": null, "position": "168.00;5627.00", "size": "208;21", "children": [{"name": null, "role": "AXDisclosureTriangle", "description": null, "role_description": "disclosure triangle", "value": 0, "position": "209.00;5628.00", "size": "13;19", "children": []}, {"name": null, "role": "AXTextField", "description": null, "role_description": "text field", "value": "1215557", "position": "222.00;5628.00", "size": "152;19", "children": []}]}, {"name": null, "role": "AXTextField", "description": null, "role_description": "text field", "value": "2023-12-14 16:10:31", "position": "377.00;5628.00", "size": "115;19", "children": []}, {"name": null, "role": "AXTextField", "description": null, "role_description": "text field", "value": "16 KB", "position": "495.00;5628.00", "size": "64;19", "children": []}, {"name": null, "role": "AXTextField", "description": null, "role_description": "text field", "value": "Folder", "position": "562.00;5628.00", "size": "137;19", "children": []}, {"name": null, "role": "AXTextField", "description": null, "role_description": "text field", "value": "15 KB", "position": "702.00;5628.00", "size": "60;19", "children": []}, {"name": null, "role": "AXTextField", "description": null, "role_description": "text field", "value": "drwxr-xr-x", "position": "765.00;5628.00", "size": "62;19", "children": []}, {"name": null, "role": "AXStaticText", "description": null, "role_description": "text", "value": "", "position": "830.00;5628.00", "size": "64;19", "children": []}, {"name": null, "role": "AXTextField", "description": null, "role_description": "text field", "value": "", "position": "897.00;5628.00", "size": "64;19", "children": []}, {"name": null, "role": "AXTextField", "description": null, "role_description": "text field", "value": "16 KB", "position": "964.00;5628.00", "size": "64;19", "children": []}, {"name": null, "role": "AXTextField", "description": null, "role_description": "text field", "value": "Store", "position": "1031.00;5628.00", "size": "64;19", "children": []}]}, {"name": null, "role": "AXRow", "description": null, "role_description": "outline row", "value": null, "position": "158.00;5648.00", "size": "953;21", "children": [{"name": null, "role": "AXGroup", "description": null, "role_description": "group", "value": null, "position": "168.00;5648.00", "size": "208;21", "children": [{"name": null, "role": "AXDisclosureTriangle", "description": null, "role_description": "disclosure triangle", "value": 0, "position": "209.00;5649.00", "size": "13;19", "children": []}, {"name": null, "role": "AXTextField", "description": null, "role_description": "text field", "value": "1210025", "position": "222.00;5649.00", "size": "152;19", "children": []}]}, {"name": null, "role": "AXTextField", "description": null, "role_description": "text field", "value": "2023-12-14 16:10:26", "position": "377.00;5649.00", "size": "115;19", "children": []}, {"name": null, "role": "AXTextField", "description": null, "role_description": "text field", "value": "6 KB", "position": "495.00;5649.00", "size": "64;19", "children": []}, {"name": null, "role": "AXTextField", "description": null, "role_description": "text field", "value": "Folder", "position": "562.00;5649.00", "size": "137;19", "children": []}, {"name": null, "role": "AXTextField", "description": null, "role_description": "text field", "value": "5 KB", "position": "702.00;5649.00", "size": "60;19", "children": []}, {"name": null, "role": "AXTextField", "description": null, "role_description": "text field", "value": "drwxr-xr-x", "position": "765.00;5649.00", "size": "62;19", "children": []}, {"name": null, "role": "AXStaticText", "description": null, "role_description": "text", "value": "", "position": "830.00;5649.00", "size": "64;19", "children": []}, {"name": null, "role": "AXTextField", "description": null, "role_description": "text field", "value": "", "position": "897.00;5649.00", "size": "64;19", "children": []}, {"name": null, "role": "AXTextField", "description": null, "role_description": "text field", "value": "6 KB", "position": "964.00;5649.00", "size": "64;19", "children": []}, {"name": null, "role": "AXTextField", "description": null, "role_description": "text field", "value": "Store", "position": "1031.00;5649.00", "size": "64;19", "children": []}]}, {"name": null, "role": "AXRow", "description": null, "role_description": "outline row", "value": null, "position": "158.00;5669.00", "size": "953;21", "children": [{"name": null, "role": "AXGroup", "description": null, "role_description": "group", "value": null, "position": "168.00;5669.00", "size": "208;21", "children": [{"name": null, "role": "AXDisclosureTriangle", "description": null, "role_description": "disclosure triangle", "value": 0, "position": "209.00;5670.00", "size": "13;19", "children": []}, {"name": null, "role": "AXTextField", "description": null, "role_description": "text field", "value": "1212316", "position": "222.00;5670.00", "size": "152;19", "children": []}]}, {"name": null, "role": "AXTextField", "description": null, "role_description": "text field", "value": "2023-12-14 16:10:32", "position": "377.00;5670.00", "size": "115;19", "children": []}, {"name": null, "role": "AXTextField", "description": null, "role_description": "text field", "value": "5 KB", "position": "495.00;5670.00", "size": "64;19", "children": []}, {"name": null, "role": "AXTextField", "description": null, "role_description": "text field", "value": "Folder", "position": "562.00;5670.00", "size": "137;19", "children": []}, {"name": null, "role": "AXTextField", "description": null, "role_description": "text field", "value": "5 KB", "position": "702.00;5670.00", "size": "60;19", "children": []}, {"name": null, "role": "AXTextField", "description": null, "role_description": "text field", "value": "drwxr-xr-x", "position": "765.00;5670.00", "size": "62;19", "children": []}, {"name": null, "role": "AXStaticText", "description": null, "role_description": "text", "value": "", "position": "830.00;5670.00", "size": "64;19", "children": []}, {"name": null, "role": "AXTextField", "description": null, "role_description": "text field", "value": "", "position": "897.00;5670.00", "size": "64;19", "children": []}, {"name": null, "role": "AXTextField", "description": null, "role_description": "text field", "value": "5 KB", "position": "964.00;5670.00", "size": "64;19", "children": []}, {"name": null, "role": "AXTextField", "description": null, "role_description": "text field", "value": "Store", "position": "1031.00;5670.00", "size": "64;19", "children": []}]}, {"name": null, "role": "AXRow", "description": null, "role_description": "outline row", "value": null, "position": "158.00;5690.00", "size": "953;21", "children": [{"name": null, "role": "AXGroup", "description": null, "role_description": "group", "value": null, "position": "168.00;5690.00", "size": "208;21", "children": [{"name": null, "role": "AXDisclosureTriangle", "description": null, "role_description": "disclosure triangle", "value": 0, "position": "209.00;5691.00", "size": "13;19", "children": []}, {"name": null, "role": "AXTextField", "description": null, "role_description": "text field", "value": "1217664", "position": "222.00;5691.00", "size": "152;19", "children": []}]}, {"name": null, "role": "AXTextField", "description": null, "role_description": "text field", "value": "2023-12-14 16:10:32", "position": "377.00;5691.00", "size": "115;19", "children": []}, {"name": null, "role": "AXTextField", "description": null, "role_description": "text field", "value": "5 KB", "position": "495.00;5691.00", "size": "64;19", "children": []}, {"name": null, "role": "AXTextField", "description": null, "role_description": "text field", "value": "Folder", "position": "562.00;5691.00", "size": "137;19", "children": []}, {"name": null, "role": "AXTextField", "description": null, "role_description": "text field", "value": "5 KB", "position": "702.00;5691.00", "size": "60;19", "children": []}, {"name": null, "role": "AXTextField", "description": null, "role_description": "text field", "value": "drwxr-xr-x", "position": "765.00;5691.00", "size": "62;19", "children": []}, {"name": null, "role": "AXStaticText", "description": null, "role_description": "text", "value": "", "position": "830.00;5691.00", "size": "64;19", "children": []}, {"name": null, "role": "AXTextField", "description": null, "role_description": "text field", "value": "", "position": "897.00;5691.00", "size": "64;19", "children": []}, {"name": null, "role": "AXTextField", "description": null, "role_description": "text field", "value": "5 KB", "position": "964.00;5691.00", "size": "64;19", "children": []}, {"name": null, "role": "AXTextField", "description": null, "role_description": "text field", "value": "Store", "position": "1031.00;5691.00", "size": "64;19", "children": []}]}, {"name": null, "role": "AXRow", "description": null, "role_description": "outline row", "value": null, "position": "158.00;5711.00", "size": "953;21", "children": [{"name": null, "role": "AXGroup", "description": null, "role_description": "group", "value": null, "position": "168.00;5711.00", "size": "208;21", "children": [{"name": null, "role": "AXDisclosureTriangle", "description": null, "role_description": "disclosure triangle", "value": 0, "position": "209.00;5712.00", "size": "13;19", "children": []}, {"name": null, "role": "AXTextField", "description": null, "role_description": "text field", "value": "1215133", "position": "222.00;5712.00", "size": "152;19", "children": []}]}, {"name": null, "role": "AXTextField", "description": null, "role_description": "text field", "value": "2023-12-14 16:10:29", "position": "377.00;5712.00", "size": "115;19", "children": []}, {"name": null, "role": "AXTextField", "description": null, "role_description": "text field", "value": "5 KB", "position": "495.00;5712.00", "size": "64;19", "children": []}, {"name": null, "role": "AXTextField", "description": null, "role_description": "text field", "value": "Folder", "position": "562.00;5712.00", "size": "137;19", "children": []}, {"name": null, "role": "AXTextField", "description": null, "role_description": "text field", "value": "5 KB", "position": "702.00;5712.00", "size": "60;19", "children": []}, {"name": null, "role": "AXTextField", "description": null, "role_description": "text field", "value": "drwxr-xr-x", "position": "765.00;5712.00", "size": "62;19", "children": []}, {"name": null, "role": "AXStaticText", "description": null, "role_description": "text", "value": "", "position": "830.00;5712.00", "size": "64;19", "children": []}, {"name": null, "role": "AXTextField", "description": null, "role_description": "text field", "value": "", "position": "897.00;5712.00", "size": "64;19", "children": []}, {"name": null, "role": "AXTextField", "description": null, "role_description": "text field", "value": "5 KB", "position": "964.00;5712.00", "size": "64;19", "children": []}, {"name": null, "role": "AXTextField", "description": null, "role_description": "text field", "value": "Store", "position": "1031.00;5712.00", "size": "64;19", "children": []}]}, {"name": null, "role": "AXRow", "description": null, "role_description": "outline row", "value": null, "position": "158.00;5732.00", "size": "953;21", "children": [{"name": null, "role": "AXGroup", "description": null, "role_description": "group", "value": null, "position": "168.00;5732.00", "size": "208;21", "children": [{"name": null, "role": "AXDisclosureTriangle", "description": null, "role_description": "disclosure triangle", "value": 0, "position": "209.00;5733.00", "size": "13;19", "children": []}, {"name": null, "role": "AXTextField", "description": null, "role_description": "text field", "value": "1211593", "position": "222.00;5733.00", "size": "152;19", "children": []}]}, {"name": null, "role": "AXTextField", "description": null, "role_description": "text field", "value": "2023-12-14 16:10:28", "position": "377.00;5733.00", "size": "115;19", "children": []}, {"name": null, "role": "AXTextField", "description": null, "role_description": "text field", "value": "5 KB", "position": "495.00;5733.00", "size": "64;19", "children": []}, {"name": null, "role": "AXTextField", "description": null, "role_description": "text field", "value": "Folder", "position": "562.00;5733.00", "size": "137;19", "children": []}, {"name": null, "role": "AXTextField", "description": null, "role_description": "text field", "value": "5 KB", "position": "702.00;5733.00", "size": "60;19", "children": []}, {"name": null, "role": "AXTextField", "description": null, "role_description": "text field", "value": "drwxr-xr-x", "position": "765.00;5733.00", "size": "62;19", "children": []}, {"name": null, "role": "AXStaticText", "description": null, "role_description": "text", "value": "", "position": "830.00;5733.00", "size": "64;19", "children": []}, {"name": null, "role": "AXTextField", "description": null, "role_description": "text field", "value": "", "position": "897.00;5733.00", "size": "64;19", "children": []}, {"name": null, "role": "AXTextField", "description": null, "role_description": "text field", "value": "5 KB", "position": "964.00;5733.00", "size": "64;19", "children": []}, {"name": null, "role": "AXTextField", "description": null, "role_description": "text field", "value": "Store", "position": "1031.00;5733.00", "size": "64;19", "children": []}]}, {"name": null, "role": "AXRow", "description": null, "role_description": "outline row", "value": null, "position": "158.00;5753.00", "size": "953;21", "children": [{"name": null, "role": "AXGroup", "description": null, "role_description": "group", "value": null, "position": "168.00;5753.00", "size": "208;21", "children": [{"name": null, "role": "AXDisclosureTriangle", "description": null, "role_description": "disclosure triangle", "value": 0, "position": "209.00;5754.00", "size": "13;19", "children": []}, {"name": null, "role": "AXTextField", "description": null, "role_description": "text field", "value": "1210441", "position": "222.00;5754.00", "size": "152;19", "children": []}]}, {"name": null, "role": "AXTextField", "description": null, "role_description": "text field", "value": "2023-12-14 16:10:32", "position": "377.00;5754.00", "size": "115;19", "children": []}, {"name": null, "role": "AXTextField", "description": null, "role_description": "text field", "value": "6 KB", "position": "495.00;5754.00", "size": "64;19", "children": []}, {"name": null, "role": "AXTextField", "description": null, "role_description": "text field", "value": "Folder", "position": "562.00;5754.00", "size": "137;19", "children": []}, {"name": null, "role": "AXTextField", "description": null, "role_description": "text field", "value": "6 KB", "position": "702.00;5754.00", "size": "60;19", "children": []}, {"name": null, "role": "AXTextField", "description": null, "role_description": "text field", "value": "drwxr-xr-x", "position": "765.00;5754.00", "size": "62;19", "children": []}, {"name": null, "role": "AXStaticText", "description": null, "role_description": "text", "value": "", "position": "830.00;5754.00", "size": "64;19", "children": []}, {"name": null, "role": "AXTextField", "description": null, "role_description": "text field", "value": "", "position": "897.00;5754.00", "size": "64;19", "children": []}, {"name": null, "role": "AXTextField", "description": null, "role_description": "text field", "value": "6 KB", "position": "964.00;5754.00", "size": "64;19", "children": []}, {"name": null, "role": "AXTextField", "description": null, "role_description": "text field", "value": "Store", "position": "1031.00;5754.00", "size": "64;19", "children": []}]}, {"name": null, "role": "AXRow", "description": null, "role_description": "outline row", "value": null, "position": "158.00;5774.00", "size": "953;21", "children": [{"name": null, "role": "AXGroup", "description": null, "role_description": "group", "value": null, "position": "168.00;5774.00", "size": "208;21", "children": [{"name": null, "role": "AXDisclosureTriangle", "description": null, "role_description": "disclosure triangle", "value": 0, "position": "209.00;5775.00", "size": "13;19", "children": []}, {"name": null, "role": "AXTextField", "description": null, "role_description": "text field", "value": "1215301", "position": "222.00;5775.00", "size": "152;19", "children": []}]}, {"name": null, "role": "AXTextField", "description": null, "role_description": "text field", "value": "2023-12-14 16:10:28", "position": "377.00;5775.00", "size": "115;19", "children": []}, {"name": null, "role": "AXTextField", "description": null, "role_description": "text field", "value": "5 KB", "position": "495.00;5775.00", "size": "64;19", "children": []}, {"name": null, "role": "AXTextField", "description": null, "role_description": "text field", "value": "Folder", "position": "562.00;5775.00", "size": "137;19", "children": []}, {"name": null, "role": "AXTextField", "description": null, "role_description": "text field", "value": "5 KB", "position": "702.00;5775.00", "size": "60;19", "children": []}, {"name": null, "role": "AXTextField", "description": null, "role_description": "text field", "value": "drwxr-xr-x", "position": "765.00;5775.00", "size": "62;19", "children": []}, {"name": null, "role": "AXStaticText", "description": null, "role_description": "text", "value": "", "position": "830.00;5775.00", "size": "64;19", "children": []}, {"name": null, "role": "AXTextField", "description": null, "role_description": "text field", "value": "", "position": "897.00;5775.00", "size": "64;19", "children": []}, {"name": null, "role": "AXTextField", "description": null, "role_description": "text field", "value": "5 KB", "position": "964.00;5775.00", "size": "64;19", "children": []}, {"name": null, "role": "AXTextField", "description": null, "role_description": "text field", "value": "Store", "position": "1031.00;5775.00", "size": "64;19", "children": []}]}, {"name": null, "role": "AXRow", "description": null, "role_description": "outline row", "value": null, "position": "158.00;5795.00", "size": "953;21", "children": [{"name": null, "role": "AXGroup", "description": null, "role_description": "group", "value": null, "position": "168.00;5795.00", "size": "208;21", "children": [{"name": null, "role": "AXDisclosureTriangle", "description": null, "role_description": "disclosure triangle", "value": 0, "position": "209.00;5796.00", "size": "13;19", "children": []}, {"name": null, "role": "AXTextField", "description": null, "role_description": "text field", "value": "1210673", "position": "222.00;5796.00", "size": "152;19", "children": []}]}, {"name": null, "role": "AXTextField", "description": null, "role_description": "text field", "value": "2023-12-14 16:10:30", "position": "377.00;5796.00", "size": "115;19", "children": []}, {"name": null, "role": "AXTextField", "description": null, "role_description": "text field", "value": "8 KB", "position": "495.00;5796.00", "size": "64;19", "children": []}, {"name": null, "role": "AXTextField", "description": null, "role_description": "text field", "value": "Folder", "position": "562.00;5796.00", "size": "137;19", "children": []}, {"name": null, "role": "AXTextField", "description": null, "role_description": "text field", "value": "7 KB", "position": "702.00;5796.00", "size": "60;19", "children": []}, {"name": null, "role": "AXTextField", "description": null, "role_description": "text field", "value": "drwxr-xr-x", "position": "765.00;5796.00", "size": "62;19", "children": []}, {"name": null, "role": "AXStaticText", "description": null, "role_description": "text", "value": "", "position": "830.00;5796.00", "size": "64;19", "children": []}, {"name": null, "role": "AXTextField", "description": null, "role_description": "text field", "value": "", "position": "897.00;5796.00", "size": "64;19", "children": []}, {"name": null, "role": "AXTextField", "description": null, "role_description": "text field", "value": "8 KB", "position": "964.00;5796.00", "size": "64;19", "children": []}, {"name": null, "role": "AXTextField", "description": null, "role_description": "text field", "value": "Store", "position": "1031.00;5796.00", "size": "64;19", "children": []}]}, {"name": null, "role": "AXRow", "description": null, "role_description": "outline row", "value": null, "position": "158.00;5816.00", "size": "953;21", "children": [{"name": null, "role": "AXGroup", "description": null, "role_description": "group", "value": null, "position": "168.00;5816.00", "size": "208;21", "children": [{"name": null, "role": "AXDisclosureTriangle", "description": null, "role_description": "disclosure triangle", "value": 0, "position": "209.00;5817.00", "size": "13;19", "children": []}, {"name": null, "role": "AXTextField", "description": null, "role_description": "text field", "value": "1217456", "position": "222.00;5817.00", "size": "152;19", "children": []}]}, {"name": null, "role": "AXTextField", "description": null, "role_description": "text field", "value": "2023-12-14 16:10:30", "position": "377.00;5817.00", "size": "115;19", "children": []}, {"name": null, "role": "AXTextField", "description": null, "role_description": "text field", "value": "15 KB", "position": "495.00;5817.00", "size": "64;19", "children": []}, {"name": null, "role": "AXTextField", "description": null, "role_description": "text field", "value": "Folder", "position": "562.00;5817.00", "size": "137;19", "children": []}, {"name": null, "role": "AXTextField", "description": null, "role_description": "text field", "value": "14 KB", "position": "702.00;5817.00", "size": "60;19", "children": []}, {"name": null, "role": "AXTextField", "description": null, "role_description": "text field", "value": "drwxr-xr-x", "position": "765.00;5817.00", "size": "62;19", "children": []}, {"name": null, "role": "AXStaticText", "description": null, "role_description": "text", "value": "", "position": "830.00;5817.00", "size": "64;19", "children": []}, {"name": null, "role": "AXTextField", "description": null, "role_description": "text field", "value": "", "position": "897.00;5817.00", "size": "64;19", "children": []}, {"name": null, "role": "AXTextField", "description": null, "role_description": "text field", "value": "15 KB", "position": "964.00;5817.00", "size": "64;19", "children": []}, {"name": null, "role": "AXTextField", "description": null, "role_description": "text field", "value": "Store", "position": "1031.00;5817.00", "size": "64;19", "children": []}]}, {"name": null, "role": "AXRow", "description": null, "role_description": "outline row", "value": null, "position": "158.00;5837.00", "size": "953;21", "children": [{"name": null, "role": "AXGroup", "description": null, "role_description": "group", "value": null, "position": "168.00;5837.00", "size": "208;21", "children": [{"name": null, "role": "AXDisclosureTriangle", "description": null, "role_description": "disclosure triangle", "value": 0, "position": "209.00;5838.00", "size": "13;19", "children": []}, {"name": null, "role": "AXTextField", "description": null, "role_description": "text field", "value": "1212918", "position": "222.00;5838.00", "size": "152;19", "children": []}]}, {"name": null, "role": "AXTextField", "description": null, "role_description": "text field", "value": "2023-12-14 16:10:30", "position": "377.00;5838.00", "size": "115;19", "children": []}, {"name": null, "role": "AXTextField", "description": null, "role_description": "text field", "value": "4 KB", "position": "495.00;5838.00", "size": "64;19", "children": []}, {"name": null, "role": "AXTextField", "description": null, "role_description": "text field", "value": "Folder", "position": "562.00;5838.00", "size": "137;19", "children": []}, {"name": null, "role": "AXTextField", "description": null, "role_description": "text field", "value": "4 KB", "position": "702.00;5838.00", "size": "60;19", "children": []}, {"name": null, "role": "AXTextField", "description": null, "role_description": "text field", "value": "drwxr-xr-x", "position": "765.00;5838.00", "size": "62;19", "children": []}, {"name": null, "role": "AXStaticText", "description": null, "role_description": "text", "value": "", "position": "830.00;5838.00", "size": "64;19", "children": []}, {"name": null, "role": "AXTextField", "description": null, "role_description": "text field", "value": "", "position": "897.00;5838.00", "size": "64;19", "children": []}, {"name": null, "role": "AXTextField", "description": null, "role_description": "text field", "value": "4 KB", "position": "964.00;5838.00", "size": "64;19", "children": []}, {"name": null, "role": "AXTextField", "description": null, "role_description": "text field", "value": "Store", "position": "1031.00;5838.00", "size": "64;19", "children": []}]}, {"name": null, "role": "AXRow", "description": null, "role_description": "outline row", "value": null, "position": "158.00;5858.00", "size": "953;21", "children": [{"name": null, "role": "AXGroup", "description": null, "role_description": "group", "value": null, "position": "168.00;5858.00", "size": "208;21", "children": [{"name": null, "role": "AXDisclosureTriangle", "description": null, "role_description": "disclosure triangle", "value": 0, "position": "209.00;5859.00", "size": "13;19", "children": []}, {"name": null, "role": "AXTextField", "description": null, "role_description": "text field", "value": "1212578", "position": "222.00;5859.00", "size": "152;19", "children": []}]}, {"name": null, "role": "AXTextField", "description": null, "role_description": "text field", "value": "2023-12-14 16:10:31", "position": "377.00;5859.00", "size": "115;19", "children": []}, {"name": null, "role": "AXTextField", "description": null, "role_description": "text field", "value": "5 KB", "position": "495.00;5859.00", "size": "64;19", "children": []}, {"name": null, "role": "AXTextField", "description": null, "role_description": "text field", "value": "Folder", "position": "562.00;5859.00", "size": "137;19", "children": []}, {"name": null, "role": "AXTextField", "description": null, "role_description": "text field", "value": "5 KB", "position": "702.00;5859.00", "size": "60;19", "children": []}, {"name": null, "role": "AXTextField", "description": null, "role_description": "text field", "value": "drwxr-xr-x", "position": "765.00;5859.00", "size": "62;19", "children": []}, {"name": null, "role": "AXStaticText", "description": null, "role_description": "text", "value": "", "position": "830.00;5859.00", "size": "64;19", "children": []}, {"name": null, "role": "AXTextField", "description": null, "role_description": "text field", "value": "", "position": "897.00;5859.00", "size": "64;19", "children": []}, {"name": null, "role": "AXTextField", "description": null, "role_description": "text field", "value": "5 KB", "position": "964.00;5859.00", "size": "64;19", "children": []}, {"name": null, "role": "AXTextField", "description": null, "role_description": "text field", "value": "Store", "position": "1031.00;5859.00", "size": "64;19", "children": []}]}, {"name": null, "role": "AXRow", "description": null, "role_description": "outline row", "value": null, "position": "158.00;5879.00", "size": "953;21", "children": [{"name": null, "role": "AXGroup", "description": null, "role_description": "group", "value": null, "position": "168.00;5879.00", "size": "208;21", "children": [{"name": null, "role": "AXDisclosureTriangle", "description": null, "role_description": "disclosure triangle", "value": 0, "position": "209.00;5880.00", "size": "13;19", "children": []}, {"name": null, "role": "AXTextField", "description": null, "role_description": "text field", "value": "1219190", "position": "222.00;5880.00", "size": "152;19", "children": []}]}, {"name": null, "role": "AXTextField", "description": null, "role_description": "text field", "value": "2023-12-14 16:10:26", "position": "377.00;5880.00", "size": "115;19", "children": []}, {"name": null, "role": "AXTextField", "description": null, "role_description": "text field", "value": "27 KB", "position": "495.00;5880.00", "size": "64;19", "children": []}, {"name": null, "role": "AXTextField", "description": null, "role_description": "text field", "value": "Folder", "position": "562.00;5880.00", "size": "137;19", "children": []}, {"name": null, "role": "AXTextField", "description": null, "role_description": "text field", "value": "26 KB", "position": "702.00;5880.00", "size": "60;19", "children": []}, {"name": null, "role": "AXTextField", "description": null, "role_description": "text field", "value": "drwxr-xr-x", "position": "765.00;5880.00", "size": "62;19", "children": []}, {"name": null, "role": "AXStaticText", "description": null, "role_description": "text", "value": "", "position": "830.00;5880.00", "size": "64;19", "children": []}, {"name": null, "role": "AXTextField", "description": null, "role_description": "text field", "value": "", "position": "897.00;5880.00", "size": "64;19", "children": []}, {"name": null, "role": "AXTextField", "description": null, "role_description": "text field", "value": "27 KB", "position": "964.00;5880.00", "size": "64;19", "children": []}, {"name": null, "role": "AXTextField", "description": null, "role_description": "text field", "value": "Store", "position": "1031.00;5880.00", "size": "64;19", "children": []}]}, {"name": null, "role": "AXRow", "description": null, "role_description": "outline row", "value": null, "position": "158.00;5900.00", "size": "953;21", "children": [{"name": null, "role": "AXGroup", "description": null, "role_description": "group", "value": null, "position": "168.00;5900.00", "size": "208;21", "children": [{"name": null, "role": "AXDisclosureTriangle", "description": null, "role_description": "disclosure triangle", "value": 0, "position": "209.00;5901.00", "size": "13;19", "children": []}, {"name": null, "role": "AXTextField", "description": null, "role_description": "text field", "value": "1218042", "position": "222.00;5901.00", "size": "152;19", "children": []}]}, {"name": null, "role": "AXTextField", "description": null, "role_description": "text field", "value": "2023-12-14 16:10:27", "position": "377.00;5901.00", "size": "115;19", "children": []}, {"name": null, "role": "AXTextField", "description": null, "role_description": "text field", "value": "4 KB", "position": "495.00;5901.00", "size": "64;19", "children": []}, {"name": null, "role": "AXTextField", "description": null, "role_description": "text field", "value": "Folder", "position": "562.00;5901.00", "size": "137;19", "children": []}, {"name": null, "role": "AXTextField", "description": null, "role_description": "text field", "value": "4 KB", "position": "702.00;5901.00", "size": "60;19", "children": []}, {"name": null, "role": "AXTextField", "description": null, "role_description": "text field", "value": "drwxr-xr-x", "position": "765.00;5901.00", "size": "62;19", "children": []}, {"name": null, "role": "AXStaticText", "description": null, "role_description": "text", "value": "", "position": "830.00;5901.00", "size": "64;19", "children": []}, {"name": null, "role": "AXTextField", "description": null, "role_description": "text field", "value": "", "position": "897.00;5901.00", "size": "64;19", "children": []}, {"name": null, "role": "AXTextField", "description": null, "role_description": "text field", "value": "4 KB", "position": "964.00;5901.00", "size": "64;19", "children": []}, {"name": null, "role": "AXTextField", "description": null, "role_description": "text field", "value": "Store", "position": "1031.00;5901.00", "size": "64;19", "children": []}]}, {"name": null, "role": "AXRow", "description": null, "role_description": "outline row", "value": null, "position": "158.00;5921.00", "size": "953;21", "children": [{"name": null, "role": "AXGroup", "description": null, "role_description": "group", "value": null, "position": "168.00;5921.00", "size": "208;21", "children": [{"name": null, "role": "AXDisclosureTriangle", "description": null, "role_description": "disclosure triangle", "value": 0, "position": "209.00;5922.00", "size": "13;19", "children": []}, {"name": null, "role": "AXTextField", "description": null, "role_description": "text field", "value": "1217836", "position": "222.00;5922.00", "size": "152;19", "children": []}]}, {"name": null, "role": "AXTextField", "description": null, "role_description": "text field", "value": "2023-12-14 16:10:29", "position": "377.00;5922.00", "size": "115;19", "children": []}, {"name": null, "role": "AXTextField", "description": null, "role_description": "text field", "value": "9 KB", "position": "495.00;5922.00", "size": "64;19", "children": []}, {"name": null, "role": "AXTextField", "description": null, "role_description": "text field", "value": "Folder", "position": "562.00;5922.00", "size": "137;19", "children": []}, {"name": null, "role": "AXTextField", "description": null, "role_description": "text field", "value": "9 KB", "position": "702.00;5922.00", "size": "60;19", "children": []}, {"name": null, "role": "AXTextField", "description": null, "role_description": "text field", "value": "drwxr-xr-x", "position": "765.00;5922.00", "size": "62;19", "children": []}, {"name": null, "role": "AXStaticText", "description": null, "role_description": "text", "value": "", "position": "830.00;5922.00", "size": "64;19", "children": []}, {"name": null, "role": "AXTextField", "description": null, "role_description": "text field", "value": "", "position": "897.00;5922.00", "size": "64;19", "children": []}, {"name": null, "role": "AXTextField", "description": null, "role_description": "text field", "value": "9 KB", "position": "964.00;5922.00", "size": "64;19", "children": []}, {"name": null, "role": "AXTextField", "description": null, "role_description": "text field", "value": "Store", "position": "1031.00;5922.00", "size": "64;19", "children": []}]}, {"name": null, "role": "AXRow", "description": null, "role_description": "outline row", "value": null, "position": "158.00;5942.00", "size": "953;21", "children": [{"name": null, "role": "AXGroup", "description": null, "role_description": "group", "value": null, "position": "168.00;5942.00", "size": "208;21", "children": [{"name": null, "role": "AXDisclosureTriangle", "description": null, "role_description": "disclosure triangle", "value": 0, "position": "209.00;5943.00", "size": "13;19", "children": []}, {"name": null, "role": "AXTextField", "description": null, "role_description": "text field", "value": "1213698", "position": "222.00;5943.00", "size": "152;19", "children": []}]}, {"name": null, "role": "AXTextField", "description": null, "role_description": "text field", "value": "2023-12-14 16:10:31", "position": "377.00;5943.00", "size": "115;19", "children": []}, {"name": null, "role": "AXTextField", "description": null, "role_description": "text field", "value": "15 KB", "position": "495.00;5943.00", "size": "64;19", "children": []}, {"name": null, "role": "AXTextField", "description": null, "role_description": "text field", "value": "Folder", "position": "562.00;5943.00", "size": "137;19", "children": []}, {"name": null, "role": "AXTextField", "description": null, "role_description": "text field", "value": "14 KB", "position": "702.00;5943.00", "size": "60;19", "children": []}, {"name": null, "role": "AXTextField", "description": null, "role_description": "text field", "value": "drwxr-xr-x", "position": "765.00;5943.00", "size": "62;19", "children": []}, {"name": null, "role": "AXStaticText", "description": null, "role_description": "text", "value": "", "position": "830.00;5943.00", "size": "64;19", "children": []}, {"name": null, "role": "AXTextField", "description": null, "role_description": "text field", "value": "", "position": "897.00;5943.00", "size": "64;19", "children": []}, {"name": null, "role": "AXTextField", "description": null, "role_description": "text field", "value": "15 KB", "position": "964.00;5943.00", "size": "64;19", "children": []}, {"name": null, "role": "AXTextField", "description": null, "role_description": "text field", "value": "Store", "position": "1031.00;5943.00", "size": "64;19", "children": []}]}, {"name": null, "role": "AXRow", "description": null, "role_description": "outline row", "value": null, "position": "158.00;5963.00", "size": "953;21", "children": [{"name": null, "role": "AXGroup", "description": null, "role_description": "group", "value": null, "position": "168.00;5963.00", "size": "208;21", "children": [{"name": null, "role": "AXDisclosureTriangle", "description": null, "role_description": "disclosure triangle", "value": 0, "position": "209.00;5964.00", "size": "13;19", "children": []}, {"name": null, "role": "AXTextField", "description": null, "role_description": "text field", "value": "1218270", "position": "222.00;5964.00", "size": "152;19", "children": []}]}, {"name": null, "role": "AXTextField", "description": null, "role_description": "text field", "value": "2023-12-14 16:10:30", "position": "377.00;5964.00", "size": "115;19", "children": []}, {"name": null, "role": "AXTextField", "description": null, "role_description": "text field", "value": "5 KB", "position": "495.00;5964.00", "size": "64;19", "children": []}, {"name": null, "role": "AXTextField", "description": null, "role_description": "text field", "value": "Folder", "position": "562.00;5964.00", "size": "137;19", "children": []}, {"name": null, "role": "AXTextField", "description": null, "role_description": "text field", "value": "4 KB", "position": "702.00;5964.00", "size": "60;19", "children": []}, {"name": null, "role": "AXTextField", "description": null, "role_description": "text field", "value": "drwxr-xr-x", "position": "765.00;5964.00", "size": "62;19", "children": []}, {"name": null, "role": "AXStaticText", "description": null, "role_description": "text", "value": "", "position": "830.00;5964.00", "size": "64;19", "children": []}, {"name": null, "role": "AXTextField", "description": null, "role_description": "text field", "value": "", "position": "897.00;5964.00", "size": "64;19", "children": []}, {"name": null, "role": "AXTextField", "description": null, "role_description": "text field", "value": "5 KB", "position": "964.00;5964.00", "size": "64;19", "children": []}, {"name": null, "role": "AXTextField", "description": null, "role_description": "text field", "value": "Store", "position": "1031.00;5964.00", "size": "64;19", "children": []}]}, {"name": null, "role": "AXRow", "description": null, "role_description": "outline row", "value": null, "position": "158.00;5984.00", "size": "953;21", "children": [{"name": null, "role": "AXGroup", "description": null, "role_description": "group", "value": null, "position": "168.00;5984.00", "size": "208;21", "children": [{"name": null, "role": "AXDisclosureTriangle", "description": null, "role_description": "disclosure triangle", "value": 0, "position": "209.00;5985.00", "size": "13;19", "children": []}, {"name": null, "role": "AXTextField", "description": null, "role_description": "text field", "value": "1217238", "position": "222.00;5985.00", "size": "152;19", "children": []}]}, {"name": null, "role": "AXTextField", "description": null, "role_description": "text field", "value": "2023-12-14 16:10:29", "position": "377.00;5985.00", "size": "115;19", "children": []}, {"name": null, "role": "AXTextField", "description": null, "role_description": "text field", "value": "6 KB", "position": "495.00;5985.00", "size": "64;19", "children": []}, {"name": null, "role": "AXTextField", "description": null, "role_description": "text field", "value": "Folder", "position": "562.00;5985.00", "size": "137;19", "children": []}, {"name": null, "role": "AXTextField", "description": null, "role_description": "text field", "value": "6 KB", "position": "702.00;5985.00", "size": "60;19", "children": []}, {"name": null, "role": "AXTextField", "description": null, "role_description": "text field", "value": "drwxr-xr-x", "position": "765.00;5985.00", "size": "62;19", "children": []}, {"name": null, "role": "AXStaticText", "description": null, "role_description": "text", "value": "", "position": "830.00;5985.00", "size": "64;19", "children": []}, {"name": null, "role": "AXTextField", "description": null, "role_description": "text field", "value": "", "position": "897.00;5985.00", "size": "64;19", "children": []}, {"name": null, "role": "AXTextField", "description": null, "role_description": "text field", "value": "6 KB", "position": "964.00;5985.00", "size": "64;19", "children": []}, {"name": null, "role": "AXTextField", "description": null, "role_description": "text field", "value": "Store", "position": "1031.00;5985.00", "size": "64;19", "children": []}]}, {"name": null, "role": "AXRow", "description": null, "role_description": "outline row", "value": null, "position": "158.00;6005.00", "size": "953;21", "children": [{"name": null, "role": "AXGroup", "description": null, "role_description": "group", "value": null, "position": "168.00;6005.00", "size": "208;21", "children": [{"name": null, "role": "AXDisclosureTriangle", "description": null, "role_description": "disclosure triangle", "value": 0, "position": "209.00;6006.00", "size": "13;19", "children": []}, {"name": null, "role": "AXTextField", "description": null, "role_description": "text field", "value": "1215937", "position": "222.00;6006.00", "size": "152;19", "children": []}]}, {"name": null, "role": "AXTextField", "description": null, "role_description": "text field", "value": "2023-12-14 16:10:27", "position": "377.00;6006.00", "size": "115;19", "children": []}, {"name": null, "role": "AXTextField", "description": null, "role_description": "text field", "value": "3 KB", "position": "495.00;6006.00", "size": "64;19", "children": []}, {"name": null, "role": "AXTextField", "description": null, "role_description": "text field", "value": "Folder", "position": "562.00;6006.00", "size": "137;19", "children": []}, {"name": null, "role": "AXTextField", "description": null, "role_description": "text field", "value": "2 KB", "position": "702.00;6006.00", "size": "60;19", "children": []}, {"name": null, "role": "AXTextField", "description": null, "role_description": "text field", "value": "drwxr-xr-x", "position": "765.00;6006.00", "size": "62;19", "children": []}, {"name": null, "role": "AXStaticText", "description": null, "role_description": "text", "value": "", "position": "830.00;6006.00", "size": "64;19", "children": []}, {"name": null, "role": "AXTextField", "description": null, "role_description": "text field", "value": "", "position": "897.00;6006.00", "size": "64;19", "children": []}, {"name": null, "role": "AXTextField", "description": null, "role_description": "text field", "value": "3 KB", "position": "964.00;6006.00", "size": "64;19", "children": []}, {"name": null, "role": "AXTextField", "description": null, "role_description": "text field", "value": "Store", "position": "1031.00;6006.00", "size": "64;19", "children": []}]}, {"name": null, "role": "AXRow", "description": null, "role_description": "outline row", "value": null, "position": "158.00;6026.00", "size": "953;21", "children": [{"name": null, "role": "AXGroup", "description": null, "role_description": "group", "value": null, "position": "168.00;6026.00", "size": "208;21", "children": [{"name": null, "role": "AXDisclosureTriangle", "description": null, "role_description": "disclosure triangle", "value": 0, "position": "209.00;6027.00", "size": "13;19", "children": []}, {"name": null, "role": "AXTextField", "description": null, "role_description": "text field", "value": "1218426", "position": "222.00;6027.00", "size": "152;19", "children": []}]}, {"name": null, "role": "AXTextField", "description": null, "role_description": "text field", "value": "2023-12-14 16:10:26", "position": "377.00;6027.00", "size": "115;19", "children": []}, {"name": null, "role": "AXTextField", "description": null, "role_description": "text field", "value": "7 KB", "position": "495.00;6027.00", "size": "64;19", "children": []}, {"name": null, "role": "AXTextField", "description": null, "role_description": "text field", "value": "Folder", "position": "562.00;6027.00", "size": "137;19", "children": []}, {"name": null, "role": "AXTextField", "description": null, "role_description": "text field", "value": "7 KB", "position": "702.00;6027.00", "size": "60;19", "children": []}, {"name": null, "role": "AXTextField", "description": null, "role_description": "text field", "value": "drwxr-xr-x", "position": "765.00;6027.00", "size": "62;19", "children": []}, {"name": null, "role": "AXStaticText", "description": null, "role_description": "text", "value": "", "position": "830.00;6027.00", "size": "64;19", "children": []}, {"name": null, "role": "AXTextField", "description": null, "role_description": "text field", "value": "", "position": "897.00;6027.00", "size": "64;19", "children": []}, {"name": null, "role": "AXTextField", "description": null, "role_description": "text field", "value": "7 KB", "position": "964.00;6027.00", "size": "64;19", "children": []}, {"name": null, "role": "AXTextField", "description": null, "role_description": "text field", "value": "Store", "position": "1031.00;6027.00", "size": "64;19", "children": []}]}, {"name": null, "role": "AXRow", "description": null, "role_description": "outline row", "value": null, "position": "158.00;6047.00", "size": "953;21", "children": [{"name": null, "role": "AXGroup", "description": null, "role_description": "group", "value": null, "position": "168.00;6047.00", "size": "208;21", "children": [{"name": null, "role": "AXDisclosureTriangle", "description": null, "role_description": "disclosure triangle", "value": 0, "position": "209.00;6048.00", "size": "13;19", "children": []}, {"name": null, "role": "AXTextField", "description": null, "role_description": "text field", "value": "1212920", "position": "222.00;6048.00", "size": "152;19", "children": []}]}, {"name": null, "role": "AXTextField", "description": null, "role_description": "text field", "value": "2023-12-14 16:10:25", "position": "377.00;6048.00", "size": "115;19", "children": []}, {"name": null, "role": "AXTextField", "description": null, "role_description": "text field", "value": "6 KB", "position": "495.00;6048.00", "size": "64;19", "children": []}, {"name": null, "role": "AXTextField", "description": null, "role_description": "text field", "value": "Folder", "position": "562.00;6048.00", "size": "137;19", "children": []}, {"name": null, "role": "AXTextField", "description": null, "role_description": "text field", "value": "6 KB", "position": "702.00;6048.00", "size": "60;19", "children": []}, {"name": null, "role": "AXTextField", "description": null, "role_description": "text field", "value": "drwxr-xr-x", "position": "765.00;6048.00", "size": "62;19", "children": []}, {"name": null, "role": "AXStaticText", "description": null, "role_description": "text", "value": "", "position": "830.00;6048.00", "size": "64;19", "children": []}, {"name": null, "role": "AXTextField", "description": null, "role_description": "text field", "value": "", "position": "897.00;6048.00", "size": "64;19", "children": []}, {"name": null, "role": "AXTextField", "description": null, "role_description": "text field", "value": "6 KB", "position": "964.00;6048.00", "size": "64;19", "children": []}, {"name": null, "role": "AXTextField", "description": null, "role_description": "text field", "value": "Store", "position": "1031.00;6048.00", "size": "64;19", "children": []}]}, {"name": null, "role": "AXRow", "description": null, "role_description": "outline row", "value": null, "position": "158.00;6068.00", "size": "953;21", "children": [{"name": null, "role": "AXGroup", "description": null, "role_description": "group", "value": null, "position": "168.00;6068.00", "size": "208;21", "children": [{"name": null, "role": "AXDisclosureTriangle", "description": null, "role_description": "disclosure triangle", "value": 0, "position": "209.00;6069.00", "size": "13;19", "children": []}, {"name": null, "role": "AXTextField", "description": null, "role_description": "text field", "value": "1211799", "position": "222.00;6069.00", "size": "152;19", "children": []}]}, {"name": null, "role": "AXTextField", "description": null, "role_description": "text field", "value": "2023-12-14 16:10:29", "position": "377.00;6069.00", "size": "115;19", "children": []}, {"name": null, "role": "AXTextField", "description": null, "role_description": "text field", "value": "5 KB", "position": "495.00;6069.00", "size": "64;19", "children": []}, {"name": null, "role": "AXTextField", "description": null, "role_description": "text field", "value": "Folder", "position": "562.00;6069.00", "size": "137;19", "children": []}, {"name": null, "role": "AXTextField", "description": null, "role_description": "text field", "value": "5 KB", "position": "702.00;6069.00", "size": "60;19", "children": []}, {"name": null, "role": "AXTextField", "description": null, "role_description": "text field", "value": "drwxr-xr-x", "position": "765.00;6069.00", "size": "62;19", "children": []}, {"name": null, "role": "AXStaticText", "description": null, "role_description": "text", "value": "", "position": "830.00;6069.00", "size": "64;19", "children": []}, {"name": null, "role": "AXTextField", "description": null, "role_description": "text field", "value": "", "position": "897.00;6069.00", "size": "64;19", "children": []}, {"name": null, "role": "AXTextField", "description": null, "role_description": "text field", "value": "5 KB", "position": "964.00;6069.00", "size": "64;19", "children": []}, {"name": null, "role": "AXTextField", "description": null, "role_description": "text field", "value": "Store", "position": "1031.00;6069.00", "size": "64;19", "children": []}]}, {"name": null, "role": "AXRow", "description": null, "role_description": "outline row", "value": null, "position": "158.00;6089.00", "size": "953;21", "children": [{"name": null, "role": "AXGroup", "description": null, "role_description": "group", "value": null, "position": "168.00;6089.00", "size": "208;21", "children": [{"name": null, "role": "AXDisclosureTriangle", "description": null, "role_description": "disclosure triangle", "value": 0, "position": "209.00;6090.00", "size": "13;19", "children": []}, {"name": null, "role": "AXTextField", "description": null, "role_description": "text field", "value": "1214811", "position": "222.00;6090.00", "size": "152;19", "children": []}]}, {"name": null, "role": "AXTextField", "description": null, "role_description": "text field", "value": "2023-12-14 16:10:32", "position": "377.00;6090.00", "size": "115;19", "children": []}, {"name": null, "role": "AXTextField", "description": null, "role_description": "text field", "value": "10 KB", "position": "495.00;6090.00", "size": "64;19", "children": []}, {"name": null, "role": "AXTextField", "description": null, "role_description": "text field", "value": "Folder", "position": "562.00;6090.00", "size": "137;19", "children": []}, {"name": null, "role": "AXTextField", "description": null, "role_description": "text field", "value": "10 KB", "position": "702.00;6090.00", "size": "60;19", "children": []}, {"name": null, "role": "AXTextField", "description": null, "role_description": "text field", "value": "drwxr-xr-x", "position": "765.00;6090.00", "size": "62;19", "children": []}, {"name": null, "role": "AXStaticText", "description": null, "role_description": "text", "value": "", "position": "830.00;6090.00", "size": "64;19", "children": []}, {"name": null, "role": "AXTextField", "description": null, "role_description": "text field", "value": "", "position": "897.00;6090.00", "size": "64;19", "children": []}, {"name": null, "role": "AXTextField", "description": null, "role_description": "text field", "value": "10 KB", "position": "964.00;6090.00", "size": "64;19", "children": []}, {"name": null, "role": "AXTextField", "description": null, "role_description": "text field", "value": "Store", "position": "1031.00;6090.00", "size": "64;19", "children": []}]}, {"name": null, "role": "AXRow", "description": null, "role_description": "outline row", "value": null, "position": "158.00;6110.00", "size": "953;21", "children": [{"name": null, "role": "AXGroup", "description": null, "role_description": "group", "value": null, "position": "168.00;6110.00", "size": "208;21", "children": [{"name": null, "role": "AXDisclosureTriangle", "description": null, "role_description": "disclosure triangle", "value": 0, "position": "209.00;6111.00", "size": "13;19", "children": []}, {"name": null, "role": "AXTextField", "description": null, "role_description": "text field", "value": "1213208", "position": "222.00;6111.00", "size": "152;19", "children": []}]}, {"name": null, "role": "AXTextField", "description": null, "role_description": "text field", "value": "2023-12-14 16:10:31", "position": "377.00;6111.00", "size": "115;19", "children": []}, {"name": null, "role": "AXTextField", "description": null, "role_description": "text field", "value": "7 KB", "position": "495.00;6111.00", "size": "64;19", "children": []}, {"name": null, "role": "AXTextField", "description": null, "role_description": "text field", "value": "Folder", "position": "562.00;6111.00", "size": "137;19", "children": []}, {"name": null, "role": "AXTextField", "description": null, "role_description": "text field", "value": "7 KB", "position": "702.00;6111.00", "size": "60;19", "children": []}, {"name": null, "role": "AXTextField", "description": null, "role_description": "text field", "value": "drwxr-xr-x", "position": "765.00;6111.00", "size": "62;19", "children": []}, {"name": null, "role": "AXStaticText", "description": null, "role_description": "text", "value": "", "position": "830.00;6111.00", "size": "64;19", "children": []}, {"name": null, "role": "AXTextField", "description": null, "role_description": "text field", "value": "", "position": "897.00;6111.00", "size": "64;19", "children": []}, {"name": null, "role": "AXTextField", "description": null, "role_description": "text field", "value": "7 KB", "position": "964.00;6111.00", "size": "64;19", "children": []}, {"name": null, "role": "AXTextField", "description": null, "role_description": "text field", "value": "Store", "position": "1031.00;6111.00", "size": "64;19", "children": []}]}, {"name": null, "role": "AXRow", "description": null, "role_description": "outline row", "value": null, "position": "158.00;6131.00", "size": "953;21", "children": [{"name": null, "role": "AXGroup", "description": null, "role_description": "group", "value": null, "position": "168.00;6131.00", "size": "208;21", "children": [{"name": null, "role": "AXDisclosureTriangle", "description": null, "role_description": "disclosure triangle", "value": 0, "position": "209.00;6132.00", "size": "13;19", "children": []}, {"name": null, "role": "AXTextField", "description": null, "role_description": "text field", "value": "1213806", "position": "222.00;6132.00", "size": "152;19", "children": []}]}, {"name": null, "role": "AXTextField", "description": null, "role_description": "text field", "value": "2023-12-14 16:10:30", "position": "377.00;6132.00", "size": "115;19", "children": []}, {"name": null, "role": "AXTextField", "description": null, "role_description": "text field", "value": "6 KB", "position": "495.00;6132.00", "size": "64;19", "children": []}, {"name": null, "role": "AXTextField", "description": null, "role_description": "text field", "value": "Folder", "position": "562.00;6132.00", "size": "137;19", "children": []}, {"name": null, "role": "AXTextField", "description": null, "role_description": "text field", "value": "6 KB", "position": "702.00;6132.00", "size": "60;19", "children": []}, {"name": null, "role": "AXTextField", "description": null, "role_description": "text field", "value": "drwxr-xr-x", "position": "765.00;6132.00", "size": "62;19", "children": []}, {"name": null, "role": "AXStaticText", "description": null, "role_description": "text", "value": "", "position": "830.00;6132.00", "size": "64;19", "children": []}, {"name": null, "role": "AXTextField", "description": null, "role_description": "text field", "value": "", "position": "897.00;6132.00", "size": "64;19", "children": []}, {"name": null, "role": "AXTextField", "description": null, "role_description": "text field", "value": "6 KB", "position": "964.00;6132.00", "size": "64;19", "children": []}, {"name": null, "role": "AXTextField", "description": null, "role_description": "text field", "value": "Store", "position": "1031.00;6132.00", "size": "64;19", "children": []}]}, {"name": null, "role": "AXRow", "description": null, "role_description": "outline row", "value": null, "position": "158.00;6152.00", "size": "953;21", "children": [{"name": null, "role": "AXGroup", "description": null, "role_description": "group", "value": null, "position": "168.00;6152.00", "size": "208;21", "children": [{"name": null, "role": "AXDisclosureTriangle", "description": null, "role_description": "disclosure triangle", "value": 0, "position": "209.00;6153.00", "size": "13;19", "children": []}, {"name": null, "role": "AXTextField", "description": null, "role_description": "text field", "value": "1216548", "position": "222.00;6153.00", "size": "152;19", "children": []}]}, {"name": null, "role": "AXTextField", "description": null, "role_description": "text field", "value": "2023-12-14 16:10:31", "position": "377.00;6153.00", "size": "115;19", "children": []}, {"name": null, "role": "AXTextField", "description": null, "role_description": "text field", "value": "8 KB", "position": "495.00;6153.00", "size": "64;19", "children": []}, {"name": null, "role": "AXTextField", "description": null, "role_description": "text field", "value": "Folder", "position": "562.00;6153.00", "size": "137;19", "children": []}, {"name": null, "role": "AXTextField", "description": null, "role_description": "text field", "value": "7 KB", "position": "702.00;6153.00", "size": "60;19", "children": []}, {"name": null, "role": "AXTextField", "description": null, "role_description": "text field", "value": "drwxr-xr-x", "position": "765.00;6153.00", "size": "62;19", "children": []}, {"name": null, "role": "AXStaticText", "description": null, "role_description": "text", "value": "", "position": "830.00;6153.00", "size": "64;19", "children": []}, {"name": null, "role": "AXTextField", "description": null, "role_description": "text field", "value": "", "position": "897.00;6153.00", "size": "64;19", "children": []}, {"name": null, "role": "AXTextField", "description": null, "role_description": "text field", "value": "8 KB", "position": "964.00;6153.00", "size": "64;19", "children": []}, {"name": null, "role": "AXTextField", "description": null, "role_description": "text field", "value": "Store", "position": "1031.00;6153.00", "size": "64;19", "children": []}]}, {"name": null, "role": "AXRow", "description": null, "role_description": "outline row", "value": null, "position": "158.00;6173.00", "size": "953;21", "children": [{"name": null, "role": "AXGroup", "description": null, "role_description": "group", "value": null, "position": "168.00;6173.00", "size": "208;21", "children": [{"name": null, "role": "AXDisclosureTriangle", "description": null, "role_description": "disclosure triangle", "value": 0, "position": "209.00;6174.00", "size": "13;19", "children": []}, {"name": null, "role": "AXTextField", "description": null, "role_description": "text field", "value": "1216910", "position": "222.00;6174.00", "size": "152;19", "children": []}]}, {"name": null, "role": "AXTextField", "description": null, "role_description": "text field", "value": "2023-12-14 16:10:25", "position": "377.00;6174.00", "size": "115;19", "children": []}, {"name": null, "role": "AXTextField", "description": null, "role_description": "text field", "value": "18 KB", "position": "495.00;6174.00", "size": "64;19", "children": []}, {"name": null, "role": "AXTextField", "description": null, "role_description": "text field", "value": "Folder", "position": "562.00;6174.00", "size": "137;19", "children": []}, {"name": null, "role": "AXTextField", "description": null, "role_description": "text field", "value": "18 KB", "position": "702.00;6174.00", "size": "60;19", "children": []}, {"name": null, "role": "AXTextField", "description": null, "role_description": "text field", "value": "drwxr-xr-x", "position": "765.00;6174.00", "size": "62;19", "children": []}, {"name": null, "role": "AXStaticText", "description": null, "role_description": "text", "value": "", "position": "830.00;6174.00", "size": "64;19", "children": []}, {"name": null, "role": "AXTextField", "description": null, "role_description": "text field", "value": "", "position": "897.00;6174.00", "size": "64;19", "children": []}, {"name": null, "role": "AXTextField", "description": null, "role_description": "text field", "value": "18 KB", "position": "964.00;6174.00", "size": "64;19", "children": []}, {"name": null, "role": "AXTextField", "description": null, "role_description": "text field", "value": "Store", "position": "1031.00;6174.00", "size": "64;19", "children": []}]}, {"name": null, "role": "AXRow", "description": null, "role_description": "outline row", "value": null, "position": "158.00;6194.00", "size": "953;21", "children": [{"name": null, "role": "AXGroup", "description": null, "role_description": "group", "value": null, "position": "168.00;6194.00", "size": "208;21", "children": [{"name": null, "role": "AXDisclosureTriangle", "description": null, "role_description": "disclosure triangle", "value": 0, "position": "209.00;6195.00", "size": "13;19", "children": []}, {"name": null, "role": "AXTextField", "description": null, "role_description": "text field", "value": "1211309", "position": "222.00;6195.00", "size": "152;19", "children": []}]}, {"name": null, "role": "AXTextField", "description": null, "role_description": "text field", "value": "2023-12-14 16:10:28", "position": "377.00;6195.00", "size": "115;19", "children": []}, {"name": null, "role": "AXTextField", "description": null, "role_description": "text field", "value": "4 KB", "position": "495.00;6195.00", "size": "64;19", "children": []}, {"name": null, "role": "AXTextField", "description": null, "role_description": "text field", "value": "Folder", "position": "562.00;6195.00", "size": "137;19", "children": []}, {"name": null, "role": "AXTextField", "description": null, "role_description": "text field", "value": "4 KB", "position": "702.00;6195.00", "size": "60;19", "children": []}, {"name": null, "role": "AXTextField", "description": null, "role_description": "text field", "value": "drwxr-xr-x", "position": "765.00;6195.00", "size": "62;19", "children": []}, {"name": null, "role": "AXStaticText", "description": null, "role_description": "text", "value": "", "position": "830.00;6195.00", "size": "64;19", "children": []}, {"name": null, "role": "AXTextField", "description": null, "role_description": "text field", "value": "", "position": "897.00;6195.00", "size": "64;19", "children": []}, {"name": null, "role": "AXTextField", "description": null, "role_description": "text field", "value": "4 KB", "position": "964.00;6195.00", "size": "64;19", "children": []}, {"name": null, "role": "AXTextField", "description": null, "role_description": "text field", "value": "Store", "position": "1031.00;6195.00", "size": "64;19", "children": []}]}, {"name": null, "role": "AXRow", "description": null, "role_description": "outline row", "value": null, "position": "158.00;6215.00", "size": "953;21", "children": [{"name": null, "role": "AXGroup", "description": null, "role_description": "group", "value": null, "position": "168.00;6215.00", "size": "208;21", "children": [{"name": null, "role": "AXDisclosureTriangle", "description": null, "role_description": "disclosure triangle", "value": 0, "position": "209.00;6216.00", "size": "13;19", "children": []}, {"name": null, "role": "AXTextField", "description": null, "role_description": "text field", "value": "1211907", "position": "222.00;6216.00", "size": "152;19", "children": []}]}, {"name": null, "role": "AXTextField", "description": null, "role_description": "text field", "value": "2023-12-14 16:10:32", "position": "377.00;6216.00", "size": "115;19", "children": []}, {"name": null, "role": "AXTextField", "description": null, "role_description": "text field", "value": "6 KB", "position": "495.00;6216.00", "size": "64;19", "children": []}, {"name": null, "role": "AXTextField", "description": null, "role_description": "text field", "value": "Folder", "position": "562.00;6216.00", "size": "137;19", "children": []}, {"name": null, "role": "AXTextField", "description": null, "role_description": "text field", "value": "6 KB", "position": "702.00;6216.00", "size": "60;19", "children": []}, {"name": null, "role": "AXTextField", "description": null, "role_description": "text field", "value": "drwxr-xr-x", "position": "765.00;6216.00", "size": "62;19", "children": []}, {"name": null, "role": "AXStaticText", "description": null, "role_description": "text", "value": "", "position": "830.00;6216.00", "size": "64;19", "children": []}, {"name": null, "role": "AXTextField", "description": null, "role_description": "text field", "value": "", "position": "897.00;6216.00", "size": "64;19", "children": []}, {"name": null, "role": "AXTextField", "description": null, "role_description": "text field", "value": "6 KB", "position": "964.00;6216.00", "size": "64;19", "children": []}, {"name": null, "role": "AXTextField", "description": null, "role_description": "text field", "value": "Store", "position": "1031.00;6216.00", "size": "64;19", "children": []}]}, {"name": null, "role": "AXRow", "description": null, "role_description": "outline row", "value": null, "position": "158.00;6236.00", "size": "953;21", "children": [{"name": null, "role": "AXGroup", "description": null, "role_description": "group", "value": null, "position": "168.00;6236.00", "size": "208;21", "children": [{"name": null, "role": "AXDisclosureTriangle", "description": null, "role_description": "disclosure triangle", "value": 0, "position": "209.00;6237.00", "size": "13;19", "children": []}, {"name": null, "role": "AXTextField", "description": null, "role_description": "text field", "value": "1219356", "position": "222.00;6237.00", "size": "152;19", "children": []}]}, {"name": null, "role": "AXTextField", "description": null, "role_description": "text field", "value": "2023-12-14 16:10:29", "position": "377.00;6237.00", "size": "115;19", "children": []}, {"name": null, "role": "AXTextField", "description": null, "role_description": "text field", "value": "5 KB", "position": "495.00;6237.00", "size": "64;19", "children": []}, {"name": null, "role": "AXTextField", "description": null, "role_description": "text field", "value": "Folder", "position": "562.00;6237.00", "size": "137;19", "children": []}, {"name": null, "role": "AXTextField", "description": null, "role_description": "text field", "value": "5 KB", "position": "702.00;6237.00", "size": "60;19", "children": []}, {"name": null, "role": "AXTextField", "description": null, "role_description": "text field", "value": "drwxr-xr-x", "position": "765.00;6237.00", "size": "62;19", "children": []}, {"name": null, "role": "AXStaticText", "description": null, "role_description": "text", "value": "", "position": "830.00;6237.00", "size": "64;19", "children": []}, {"name": null, "role": "AXTextField", "description": null, "role_description": "text field", "value": "", "position": "897.00;6237.00", "size": "64;19", "children": []}, {"name": null, "role": "AXTextField", "description": null, "role_description": "text field", "value": "5 KB", "position": "964.00;6237.00", "size": "64;19", "children": []}, {"name": null, "role": "AXTextField", "description": null, "role_description": "text field", "value": "Store", "position": "1031.00;6237.00", "size": "64;19", "children": []}]}, {"name": null, "role": "AXRow", "description": null, "role_description": "outline row", "value": null, "position": "158.00;6257.00", "size": "953;21", "children": [{"name": null, "role": "AXGroup", "description": null, "role_description": "group", "value": null, "position": "168.00;6257.00", "size": "208;21", "children": [{"name": null, "role": "AXDisclosureTriangle", "description": null, "role_description": "disclosure triangle", "value": 0, "position": "209.00;6258.00", "size": "13;19", "children": []}, {"name": null, "role": "AXTextField", "description": null, "role_description": "text field", "value": "1215306", "position": "222.00;6258.00", "size": "152;19", "children": []}]}, {"name": null, "role": "AXTextField", "description": null, "role_description": "text field", "value": "2023-12-14 16:10:29", "position": "377.00;6258.00", "size": "115;19", "children": []}, {"name": null, "role": "AXTextField", "description": null, "role_description": "text field", "value": "3 KB", "position": "495.00;6258.00", "size": "64;19", "children": []}, {"name": null, "role": "AXTextField", "description": null, "role_description": "text field", "value": "Folder", "position": "562.00;6258.00", "size": "137;19", "children": []}, {"name": null, "role": "AXTextField", "description": null, "role_description": "text field", "value": "2 KB", "position": "702.00;6258.00", "size": "60;19", "children": []}, {"name": null, "role": "AXTextField", "description": null, "role_description": "text field", "value": "drwxr-xr-x", "position": "765.00;6258.00", "size": "62;19", "children": []}, {"name": null, "role": "AXStaticText", "description": null, "role_description": "text", "value": "", "position": "830.00;6258.00", "size": "64;19", "children": []}, {"name": null, "role": "AXTextField", "description": null, "role_description": "text field", "value": "", "position": "897.00;6258.00", "size": "64;19", "children": []}, {"name": null, "role": "AXTextField", "description": null, "role_description": "text field", "value": "3 KB", "position": "964.00;6258.00", "size": "64;19", "children": []}, {"name": null, "role": "AXTextField", "description": null, "role_description": "text field", "value": "Store", "position": "1031.00;6258.00", "size": "64;19", "children": []}]}, {"name": null, "role": "AXRow", "description": null, "role_description": "outline row", "value": null, "position": "158.00;6278.00", "size": "953;21", "children": [{"name": null, "role": "AXGroup", "description": null, "role_description": "group", "value": null, "position": "168.00;6278.00", "size": "208;21", "children": [{"name": null, "role": "AXDisclosureTriangle", "description": null, "role_description": "disclosure triangle", "value": 0, "position": "209.00;6279.00", "size": "13;19", "children": []}, {"name": null, "role": "AXTextField", "description": null, "role_description": "text field", "value": "1210674", "position": "222.00;6279.00", "size": "152;19", "children": []}]}, {"name": null, "role": "AXTextField", "description": null, "role_description": "text field", "value": "2023-12-14 16:10:30", "position": "377.00;6279.00", "size": "115;19", "children": []}, {"name": null, "role": "AXTextField", "description": null, "role_description": "text field", "value": "5 KB", "position": "495.00;6279.00", "size": "64;19", "children": []}, {"name": null, "role": "AXTextField", "description": null, "role_description": "text field", "value": "Folder", "position": "562.00;6279.00", "size": "137;19", "children": []}, {"name": null, "role": "AXTextField", "description": null, "role_description": "text field", "value": "5 KB", "position": "702.00;6279.00", "size": "60;19", "children": []}, {"name": null, "role": "AXTextField", "description": null, "role_description": "text field", "value": "drwxr-xr-x", "position": "765.00;6279.00", "size": "62;19", "children": []}, {"name": null, "role": "AXStaticText", "description": null, "role_description": "text", "value": "", "position": "830.00;6279.00", "size": "64;19", "children": []}, {"name": null, "role": "AXTextField", "description": null, "role_description": "text field", "value": "", "position": "897.00;6279.00", "size": "64;19", "children": []}, {"name": null, "role": "AXTextField", "description": null, "role_description": "text field", "value": "5 KB", "position": "964.00;6279.00", "size": "64;19", "children": []}, {"name": null, "role": "AXTextField", "description": null, "role_description": "text field", "value": "Store", "position": "1031.00;6279.00", "size": "64;19", "children": []}]}, {"name": null, "role": "AXRow", "description": null, "role_description": "outline row", "value": null, "position": "158.00;6299.00", "size": "953;21", "children": [{"name": null, "role": "AXGroup", "description": null, "role_description": "group", "value": null, "position": "168.00;6299.00", "size": "208;21", "children": [{"name": null, "role": "AXDisclosureTriangle", "description": null, "role_description": "disclosure triangle", "value": 0, "position": "209.00;6300.00", "size": "13;19", "children": []}, {"name": null, "role": "AXTextField", "description": null, "role_description": "text field", "value": "1218419", "position": "222.00;6300.00", "size": "152;19", "children": []}]}, {"name": null, "role": "AXTextField", "description": null, "role_description": "text field", "value": "2023-12-14 16:10:30", "position": "377.00;6300.00", "size": "115;19", "children": []}, {"name": null, "role": "AXTextField", "description": null, "role_description": "text field", "value": "7 KB", "position": "495.00;6300.00", "size": "64;19", "children": []}, {"name": null, "role": "AXTextField", "description": null, "role_description": "text field", "value": "Folder", "position": "562.00;6300.00", "size": "137;19", "children": []}, {"name": null, "role": "AXTextField", "description": null, "role_description": "text field", "value": "7 KB", "position": "702.00;6300.00", "size": "60;19", "children": []}, {"name": null, "role": "AXTextField", "description": null, "role_description": "text field", "value": "drwxr-xr-x", "position": "765.00;6300.00", "size": "62;19", "children": []}, {"name": null, "role": "AXStaticText", "description": null, "role_description": "text", "value": "", "position": "830.00;6300.00", "size": "64;19", "children": []}, {"name": null, "role": "AXTextField", "description": null, "role_description": "text field", "value": "", "position": "897.00;6300.00", "size": "64;19", "children": []}, {"name": null, "role": "AXTextField", "description": null, "role_description": "text field", "value": "7 KB", "position": "964.00;6300.00", "size": "64;19", "children": []}, {"name": null, "role": "AXTextField", "description": null, "role_description": "text field", "value": "Store", "position": "1031.00;6300.00", "size": "64;19", "children": []}]}, {"name": null, "role": "AXRow", "description": null, "role_description": "outline row", "value": null, "position": "158.00;6320.00", "size": "953;21", "children": [{"name": null, "role": "AXGroup", "description": null, "role_description": "group", "value": null, "position": "168.00;6320.00", "size": "208;21", "children": [{"name": null, "role": "AXDisclosureTriangle", "description": null, "role_description": "disclosure triangle", "value": 0, "position": "209.00;6321.00", "size": "13;19", "children": []}, {"name": null, "role": "AXTextField", "description": null, "role_description": "text field", "value": "1212123", "position": "222.00;6321.00", "size": "152;19", "children": []}]}, {"name": null, "role": "AXTextField", "description": null, "role_description": "text field", "value": "2023-12-14 16:10:31", "position": "377.00;6321.00", "size": "115;19", "children": []}, {"name": null, "role": "AXTextField", "description": null, "role_description": "text field", "value": "4 KB", "position": "495.00;6321.00", "size": "64;19", "children": []}, {"name": null, "role": "AXTextField", "description": null, "role_description": "text field", "value": "Folder", "position": "562.00;6321.00", "size": "137;19", "children": []}, {"name": null, "role": "AXTextField", "description": null, "role_description": "text field", "value": "4 KB", "position": "702.00;6321.00", "size": "60;19", "children": []}, {"name": null, "role": "AXTextField", "description": null, "role_description": "text field", "value": "drwxr-xr-x", "position": "765.00;6321.00", "size": "62;19", "children": []}, {"name": null, "role": "AXStaticText", "description": null, "role_description": "text", "value": "", "position": "830.00;6321.00", "size": "64;19", "children": []}, {"name": null, "role": "AXTextField", "description": null, "role_description": "text field", "value": "", "position": "897.00;6321.00", "size": "64;19", "children": []}, {"name": null, "role": "AXTextField", "description": null, "role_description": "text field", "value": "4 KB", "position": "964.00;6321.00", "size": "64;19", "children": []}, {"name": null, "role": "AXTextField", "description": null, "role_description": "text field", "value": "Store", "position": "1031.00;6321.00", "size": "64;19", "children": []}]}, {"name": null, "role": "AXRow", "description": null, "role_description": "outline row", "value": null, "position": "158.00;6341.00", "size": "953;21", "children": [{"name": null, "role": "AXGroup", "description": null, "role_description": "group", "value": null, "position": "168.00;6341.00", "size": "208;21", "children": [{"name": null, "role": "AXDisclosureTriangle", "description": null, "role_description": "disclosure triangle", "value": 0, "position": "209.00;6342.00", "size": "13;19", "children": []}, {"name": null, "role": "AXTextField", "description": null, "role_description": "text field", "value": "1217451", "position": "222.00;6342.00", "size": "152;19", "children": []}]}, {"name": null, "role": "AXTextField", "description": null, "role_description": "text field", "value": "2023-12-14 16:10:26", "position": "377.00;6342.00", "size": "115;19", "children": []}, {"name": null, "role": "AXTextField", "description": null, "role_description": "text field", "value": "3 KB", "position": "495.00;6342.00", "size": "64;19", "children": []}, {"name": null, "role": "AXTextField", "description": null, "role_description": "text field", "value": "Folder", "position": "562.00;6342.00", "size": "137;19", "children": []}, {"name": null, "role": "AXTextField", "description": null, "role_description": "text field", "value": "3 KB", "position": "702.00;6342.00", "size": "60;19", "children": []}, {"name": null, "role": "AXTextField", "description": null, "role_description": "text field", "value": "drwxr-xr-x", "position": "765.00;6342.00", "size": "62;19", "children": []}, {"name": null, "role": "AXStaticText", "description": null, "role_description": "text", "value": "", "position": "830.00;6342.00", "size": "64;19", "children": []}, {"name": null, "role": "AXTextField", "description": null, "role_description": "text field", "value": "", "position": "897.00;6342.00", "size": "64;19", "children": []}, {"name": null, "role": "AXTextField", "description": null, "role_description": "text field", "value": "3 KB", "position": "964.00;6342.00", "size": "64;19", "children": []}, {"name": null, "role": "AXTextField", "description": null, "role_description": "text field", "value": "Store", "position": "1031.00;6342.00", "size": "64;19", "children": []}]}, {"name": null, "role": "AXRow", "description": null, "role_description": "outline row", "value": null, "position": "158.00;6362.00", "size": "953;21", "children": [{"name": null, "role": "AXGroup", "description": null, "role_description": "group", "value": null, "position": "168.00;6362.00", "size": "208;21", "children": [{"name": null, "role": "AXDisclosureTriangle", "description": null, "role_description": "disclosure triangle", "value": 0, "position": "209.00;6363.00", "size": "13;19", "children": []}, {"name": null, "role": "AXTextField", "description": null, "role_description": "text field", "value": "1216583", "position": "222.00;6363.00", "size": "152;19", "children": []}]}, {"name": null, "role": "AXTextField", "description": null, "role_description": "text field", "value": "2023-12-14 16:10:30", "position": "377.00;6363.00", "size": "115;19", "children": []}, {"name": null, "role": "AXTextField", "description": null, "role_description": "text field", "value": "6 KB", "position": "495.00;6363.00", "size": "64;19", "children": []}, {"name": null, "role": "AXTextField", "description": null, "role_description": "text field", "value": "Folder", "position": "562.00;6363.00", "size": "137;19", "children": []}, {"name": null, "role": "AXTextField", "description": null, "role_description": "text field", "value": "5 KB", "position": "702.00;6363.00", "size": "60;19", "children": []}, {"name": null, "role": "AXTextField", "description": null, "role_description": "text field", "value": "drwxr-xr-x", "position": "765.00;6363.00", "size": "62;19", "children": []}, {"name": null, "role": "AXStaticText", "description": null, "role_description": "text", "value": "", "position": "830.00;6363.00", "size": "64;19", "children": []}, {"name": null, "role": "AXTextField", "description": null, "role_description": "text field", "value": "", "position": "897.00;6363.00", "size": "64;19", "children": []}, {"name": null, "role": "AXTextField", "description": null, "role_description": "text field", "value": "6 KB", "position": "964.00;6363.00", "size": "64;19", "children": []}, {"name": null, "role": "AXTextField", "description": null, "role_description": "text field", "value": "Store", "position": "1031.00;6363.00", "size": "64;19", "children": []}]}, {"name": null, "role": "AXRow", "description": null, "role_description": "outline row", "value": null, "position": "158.00;6383.00", "size": "953;21", "children": [{"name": null, "role": "AXGroup", "description": null, "role_description": "group", "value": null, "position": "168.00;6383.00", "size": "208;21", "children": [{"name": null, "role": "AXDisclosureTriangle", "description": null, "role_description": "disclosure triangle", "value": 0, "position": "209.00;6384.00", "size": "13;19", "children": []}, {"name": null, "role": "AXTextField", "description": null, "role_description": "text field", "value": "1212311", "position": "222.00;6384.00", "size": "152;19", "children": []}]}, {"name": null, "role": "AXTextField", "description": null, "role_description": "text field", "value": "2023-12-14 16:10:31", "position": "377.00;6384.00", "size": "115;19", "children": []}, {"name": null, "role": "AXTextField", "description": null, "role_description": "text field", "value": "2 KB", "position": "495.00;6384.00", "size": "64;19", "children": []}, {"name": null, "role": "AXTextField", "description": null, "role_description": "text field", "value": "Folder", "position": "562.00;6384.00", "size": "137;19", "children": []}, {"name": null, "role": "AXTextField", "description": null, "role_description": "text field", "value": "2 KB", "position": "702.00;6384.00", "size": "60;19", "children": []}, {"name": null, "role": "AXTextField", "description": null, "role_description": "text field", "value": "drwxr-xr-x", "position": "765.00;6384.00", "size": "62;19", "children": []}, {"name": null, "role": "AXStaticText", "description": null, "role_description": "text", "value": "", "position": "830.00;6384.00", "size": "64;19", "children": []}, {"name": null, "role": "AXTextField", "description": null, "role_description": "text field", "value": "", "position": "897.00;6384.00", "size": "64;19", "children": []}, {"name": null, "role": "AXTextField", "description": null, "role_description": "text field", "value": "2 KB", "position": "964.00;6384.00", "size": "64;19", "children": []}, {"name": null, "role": "AXTextField", "description": null, "role_description": "text field", "value": "Store", "position": "1031.00;6384.00", "size": "64;19", "children": []}]}, {"name": null, "role": "AXRow", "description": null, "role_description": "outline row", "value": null, "position": "158.00;6404.00", "size": "953;21", "children": [{"name": null, "role": "AXGroup", "description": null, "role_description": "group", "value": null, "position": "168.00;6404.00", "size": "208;21", "children": [{"name": null, "role": "AXDisclosureTriangle", "description": null, "role_description": "disclosure triangle", "value": 0, "position": "209.00;6405.00", "size": "13;19", "children": []}, {"name": null, "role": "AXTextField", "description": null, "role_description": "text field", "value": "1215908", "position": "222.00;6405.00", "size": "152;19", "children": []}]}, {"name": null, "role": "AXTextField", "description": null, "role_description": "text field", "value": "2023-12-14 16:10:31", "position": "377.00;6405.00", "size": "115;19", "children": []}, {"name": null, "role": "AXTextField", "description": null, "role_description": "text field", "value": "14 KB", "position": "495.00;6405.00", "size": "64;19", "children": []}, {"name": null, "role": "AXTextField", "description": null, "role_description": "text field", "value": "Folder", "position": "562.00;6405.00", "size": "137;19", "children": []}, {"name": null, "role": "AXTextField", "description": null, "role_description": "text field", "value": "14 KB", "position": "702.00;6405.00", "size": "60;19", "children": []}, {"name": null, "role": "AXTextField", "description": null, "role_description": "text field", "value": "drwxr-xr-x", "position": "765.00;6405.00", "size": "62;19", "children": []}, {"name": null, "role": "AXStaticText", "description": null, "role_description": "text", "value": "", "position": "830.00;6405.00", "size": "64;19", "children": []}, {"name": null, "role": "AXTextField", "description": null, "role_description": "text field", "value": "", "position": "897.00;6405.00", "size": "64;19", "children": []}, {"name": null, "role": "AXTextField", "description": null, "role_description": "text field", "value": "14 KB", "position": "964.00;6405.00", "size": "64;19", "children": []}, {"name": null, "role": "AXTextField", "description": null, "role_description": "text field", "value": "Store", "position": "1031.00;6405.00", "size": "64;19", "children": []}]}, {"name": null, "role": "AXRow", "description": null, "role_description": "outline row", "value": null, "position": "158.00;6425.00", "size": "953;21", "children": [{"name": null, "role": "AXGroup", "description": null, "role_description": "group", "value": null, "position": "168.00;6425.00", "size": "208;21", "children": [{"name": null, "role": "AXDisclosureTriangle", "description": null, "role_description": "disclosure triangle", "value": 0, "position": "209.00;6426.00", "size": "13;19", "children": []}, {"name": null, "role": "AXTextField", "description": null, "role_description": "text field", "value": "1211594", "position": "222.00;6426.00", "size": "152;19", "children": []}]}, {"name": null, "role": "AXTextField", "description": null, "role_description": "text field", "value": "2023-12-14 16:10:28", "position": "377.00;6426.00", "size": "115;19", "children": []}, {"name": null, "role": "AXTextField", "description": null, "role_description": "text field", "value": "6 KB", "position": "495.00;6426.00", "size": "64;19", "children": []}, {"name": null, "role": "AXTextField", "description": null, "role_description": "text field", "value": "Folder", "position": "562.00;6426.00", "size": "137;19", "children": []}, {"name": null, "role": "AXTextField", "description": null, "role_description": "text field", "value": "6 KB", "position": "702.00;6426.00", "size": "60;19", "children": []}, {"name": null, "role": "AXTextField", "description": null, "role_description": "text field", "value": "drwxr-xr-x", "position": "765.00;6426.00", "size": "62;19", "children": []}, {"name": null, "role": "AXStaticText", "description": null, "role_description": "text", "value": "", "position": "830.00;6426.00", "size": "64;19", "children": []}, {"name": null, "role": "AXTextField", "description": null, "role_description": "text field", "value": "", "position": "897.00;6426.00", "size": "64;19", "children": []}, {"name": null, "role": "AXTextField", "description": null, "role_description": "text field", "value": "6 KB", "position": "964.00;6426.00", "size": "64;19", "children": []}, {"name": null, "role": "AXTextField", "description": null, "role_description": "text field", "value": "Store", "position": "1031.00;6426.00", "size": "64;19", "children": []}]}, {"name": null, "role": "AXRow", "description": null, "role_description": "outline row", "value": null, "position": "158.00;6446.00", "size": "953;21", "children": [{"name": null, "role": "AXGroup", "description": null, "role_description": "group", "value": null, "position": "168.00;6446.00", "size": "208;21", "children": [{"name": null, "role": "AXDisclosureTriangle", "description": null, "role_description": "disclosure triangle", "value": 0, "position": "209.00;6447.00", "size": "13;19", "children": []}, {"name": null, "role": "AXTextField", "description": null, "role_description": "text field", "value": "1210446", "position": "222.00;6447.00", "size": "152;19", "children": []}]}, {"name": null, "role": "AXTextField", "description": null, "role_description": "text field", "value": "2023-12-14 16:10:29", "position": "377.00;6447.00", "size": "115;19", "children": []}, {"name": null, "role": "AXTextField", "description": null, "role_description": "text field", "value": "6 KB", "position": "495.00;6447.00", "size": "64;19", "children": []}, {"name": null, "role": "AXTextField", "description": null, "role_description": "text field", "value": "Folder", "position": "562.00;6447.00", "size": "137;19", "children": []}, {"name": null, "role": "AXTextField", "description": null, "role_description": "text field", "value": "6 KB", "position": "702.00;6447.00", "size": "60;19", "children": []}, {"name": null, "role": "AXTextField", "description": null, "role_description": "text field", "value": "drwxr-xr-x", "position": "765.00;6447.00", "size": "62;19", "children": []}, {"name": null, "role": "AXStaticText", "description": null, "role_description": "text", "value": "", "position": "830.00;6447.00", "size": "64;19", "children": []}, {"name": null, "role": "AXTextField", "description": null, "role_description": "text field", "value": "", "position": "897.00;6447.00", "size": "64;19", "children": []}, {"name": null, "role": "AXTextField", "description": null, "role_description": "text field", "value": "6 KB", "position": "964.00;6447.00", "size": "64;19", "children": []}, {"name": null, "role": "AXTextField", "description": null, "role_description": "text field", "value": "Store", "position": "1031.00;6447.00", "size": "64;19", "children": []}]}, {"name": null, "role": "AXRow", "description": null, "role_description": "outline row", "value": null, "position": "158.00;6467.00", "size": "953;21", "children": [{"name": null, "role": "AXGroup", "description": null, "role_description": "group", "value": null, "position": "168.00;6467.00", "size": "208;21", "children": [{"name": null, "role": "AXDisclosureTriangle", "description": null, "role_description": "disclosure triangle", "value": 0, "position": "209.00;6468.00", "size": "13;19", "children": []}, {"name": null, "role": "AXTextField", "description": null, "role_description": "text field", "value": "1212775", "position": "222.00;6468.00", "size": "152;19", "children": []}]}, {"name": null, "role": "AXTextField", "description": null, "role_description": "text field", "value": "2023-12-14 16:10:30", "position": "377.00;6468.00", "size": "115;19", "children": []}, {"name": null, "role": "AXTextField", "description": null, "role_description": "text field", "value": "3 KB", "position": "495.00;6468.00", "size": "64;19", "children": []}, {"name": null, "role": "AXTextField", "description": null, "role_description": "text field", "value": "Folder", "position": "562.00;6468.00", "size": "137;19", "children": []}, {"name": null, "role": "AXTextField", "description": null, "role_description": "text field", "value": "3 KB", "position": "702.00;6468.00", "size": "60;19", "children": []}, {"name": null, "role": "AXTextField", "description": null, "role_description": "text field", "value": "drwxr-xr-x", "position": "765.00;6468.00", "size": "62;19", "children": []}, {"name": null, "role": "AXStaticText", "description": null, "role_description": "text", "value": "", "position": "830.00;6468.00", "size": "64;19", "children": []}, {"name": null, "role": "AXTextField", "description": null, "role_description": "text field", "value": "", "position": "897.00;6468.00", "size": "64;19", "children": []}, {"name": null, "role": "AXTextField", "description": null, "role_description": "text field", "value": "3 KB", "position": "964.00;6468.00", "size": "64;19", "children": []}, {"name": null, "role": "AXTextField", "description": null, "role_description": "text field", "value": "Store", "position": "1031.00;6468.00", "size": "64;19", "children": []}]}, {"name": null, "role": "AXRow", "description": null, "role_description": "outline row", "value": null, "position": "158.00;6488.00", "size": "953;21", "children": [{"name": null, "role": "AXGroup", "description": null, "role_description": "group", "value": null, "position": "168.00;6488.00", "size": "208;21", "children": [{"name": null, "role": "AXDisclosureTriangle", "description": null, "role_description": "disclosure triangle", "value": 0, "position": "209.00;6489.00", "size": "13;19", "children": []}, {"name": null, "role": "AXTextField", "description": null, "role_description": "text field", "value": "1214482", "position": "222.00;6489.00", "size": "152;19", "children": []}]}, {"name": null, "role": "AXTextField", "description": null, "role_description": "text field", "value": "2023-12-14 16:10:31", "position": "377.00;6489.00", "size": "115;19", "children": []}, {"name": null, "role": "AXTextField", "description": null, "role_description": "text field", "value": "8 KB", "position": "495.00;6489.00", "size": "64;19", "children": []}, {"name": null, "role": "AXTextField", "description": null, "role_description": "text field", "value": "Folder", "position": "562.00;6489.00", "size": "137;19", "children": []}, {"name": null, "role": "AXTextField", "description": null, "role_description": "text field", "value": "7 KB", "position": "702.00;6489.00", "size": "60;19", "children": []}, {"name": null, "role": "AXTextField", "description": null, "role_description": "text field", "value": "drwxr-xr-x", "position": "765.00;6489.00", "size": "62;19", "children": []}, {"name": null, "role": "AXStaticText", "description": null, "role_description": "text", "value": "", "position": "830.00;6489.00", "size": "64;19", "children": []}, {"name": null, "role": "AXTextField", "description": null, "role_description": "text field", "value": "", "position": "897.00;6489.00", "size": "64;19", "children": []}, {"name": null, "role": "AXTextField", "description": null, "role_description": "text field", "value": "8 KB", "position": "964.00;6489.00", "size": "64;19", "children": []}, {"name": null, "role": "AXTextField", "description": null, "role_description": "text field", "value": "Store", "position": "1031.00;6489.00", "size": "64;19", "children": []}]}, {"name": null, "role": "AXRow", "description": null, "role_description": "outline row", "value": null, "position": "158.00;6509.00", "size": "953;21", "children": [{"name": null, "role": "AXGroup", "description": null, "role_description": "group", "value": null, "position": "168.00;6509.00", "size": "208;21", "children": [{"name": null, "role": "AXDisclosureTriangle", "description": null, "role_description": "disclosure triangle", "value": 0, "position": "209.00;6510.00", "size": "13;19", "children": []}, {"name": null, "role": "AXTextField", "description": null, "role_description": "text field", "value": "1215550", "position": "222.00;6510.00", "size": "152;19", "children": []}]}, {"name": null, "role": "AXTextField", "description": null, "role_description": "text field", "value": "2023-12-14 16:10:28", "position": "377.00;6510.00", "size": "115;19", "children": []}, {"name": null, "role": "AXTextField", "description": null, "role_description": "text field", "value": "6 KB", "position": "495.00;6510.00", "size": "64;19", "children": []}, {"name": null, "role": "AXTextField", "description": null, "role_description": "text field", "value": "Folder", "position": "562.00;6510.00", "size": "137;19", "children": []}, {"name": null, "role": "AXTextField", "description": null, "role_description": "text field", "value": "6 KB", "position": "702.00;6510.00", "size": "60;19", "children": []}, {"name": null, "role": "AXTextField", "description": null, "role_description": "text field", "value": "drwxr-xr-x", "position": "765.00;6510.00", "size": "62;19", "children": []}, {"name": null, "role": "AXStaticText", "description": null, "role_description": "text", "value": "", "position": "830.00;6510.00", "size": "64;19", "children": []}, {"name": null, "role": "AXTextField", "description": null, "role_description": "text field", "value": "", "position": "897.00;6510.00", "size": "64;19", "children": []}, {"name": null, "role": "AXTextField", "description": null, "role_description": "text field", "value": "6 KB", "position": "964.00;6510.00", "size": "64;19", "children": []}, {"name": null, "role": "AXTextField", "description": null, "role_description": "text field", "value": "Store", "position": "1031.00;6510.00", "size": "64;19", "children": []}]}, {"name": null, "role": "AXRow", "description": null, "role_description": "outline row", "value": null, "position": "158.00;6530.00", "size": "953;21", "children": [{"name": null, "role": "AXGroup", "description": null, "role_description": "group", "value": null, "position": "168.00;6530.00", "size": "208;21", "children": [{"name": null, "role": "AXDisclosureTriangle", "description": null, "role_description": "disclosure triangle", "value": 0, "position": "209.00;6531.00", "size": "13;19", "children": []}, {"name": null, "role": "AXTextField", "description": null, "role_description": "text field", "value": "1210022", "position": "222.00;6531.00", "size": "152;19", "children": []}]}, {"name": null, "role": "AXTextField", "description": null, "role_description": "text field", "value": "2023-12-14 16:10:29", "position": "377.00;6531.00", "size": "115;19", "children": []}, {"name": null, "role": "AXTextField", "description": null, "role_description": "text field", "value": "4 KB", "position": "495.00;6531.00", "size": "64;19", "children": []}, {"name": null, "role": "AXTextField", "description": null, "role_description": "text field", "value": "Folder", "position": "562.00;6531.00", "size": "137;19", "children": []}, {"name": null, "role": "AXTextField", "description": null, "role_description": "text field", "value": "4 KB", "position": "702.00;6531.00", "size": "60;19", "children": []}, {"name": null, "role": "AXTextField", "description": null, "role_description": "text field", "value": "drwxr-xr-x", "position": "765.00;6531.00", "size": "62;19", "children": []}, {"name": null, "role": "AXStaticText", "description": null, "role_description": "text", "value": "", "position": "830.00;6531.00", "size": "64;19", "children": []}, {"name": null, "role": "AXTextField", "description": null, "role_description": "text field", "value": "", "position": "897.00;6531.00", "size": "64;19", "children": []}, {"name": null, "role": "AXTextField", "description": null, "role_description": "text field", "value": "4 KB", "position": "964.00;6531.00", "size": "64;19", "children": []}, {"name": null, "role": "AXTextField", "description": null, "role_description": "text field", "value": "Store", "position": "1031.00;6531.00", "size": "64;19", "children": []}]}, {"name": null, "role": "AXRow", "description": null, "role_description": "outline row", "value": null, "position": "158.00;6551.00", "size": "953;21", "children": [{"name": null, "role": "AXGroup", "description": null, "role_description": "group", "value": null, "position": "168.00;6551.00", "size": "208;21", "children": [{"name": null, "role": "AXDisclosureTriangle", "description": null, "role_description": "disclosure triangle", "value": 0, "position": "209.00;6552.00", "size": "13;19", "children": []}, {"name": null, "role": "AXTextField", "description": null, "role_description": "text field", "value": "1215762", "position": "222.00;6552.00", "size": "152;19", "children": []}]}, {"name": null, "role": "AXTextField", "description": null, "role_description": "text field", "value": "2023-12-14 16:10:28", "position": "377.00;6552.00", "size": "115;19", "children": []}, {"name": null, "role": "AXTextField", "description": null, "role_description": "text field", "value": "30 KB", "position": "495.00;6552.00", "size": "64;19", "children": []}, {"name": null, "role": "AXTextField", "description": null, "role_description": "text field", "value": "Folder", "position": "562.00;6552.00", "size": "137;19", "children": []}, {"name": null, "role": "AXTextField", "description": null, "role_description": "text field", "value": "28 KB", "position": "702.00;6552.00", "size": "60;19", "children": []}, {"name": null, "role": "AXTextField", "description": null, "role_description": "text field", "value": "drwxr-xr-x", "position": "765.00;6552.00", "size": "62;19", "children": []}, {"name": null, "role": "AXStaticText", "description": null, "role_description": "text", "value": "", "position": "830.00;6552.00", "size": "64;19", "children": []}, {"name": null, "role": "AXTextField", "description": null, "role_description": "text field", "value": "", "position": "897.00;6552.00", "size": "64;19", "children": []}, {"name": null, "role": "AXTextField", "description": null, "role_description": "text field", "value": "30 KB", "position": "964.00;6552.00", "size": "64;19", "children": []}, {"name": null, "role": "AXTextField", "description": null, "role_description": "text field", "value": "Store", "position": "1031.00;6552.00", "size": "64;19", "children": []}]}, {"name": null, "role": "AXRow", "description": null, "role_description": "outline row", "value": null, "position": "158.00;6572.00", "size": "953;21", "children": [{"name": null, "role": "AXGroup", "description": null, "role_description": "group", "value": null, "position": "168.00;6572.00", "size": "208;21", "children": [{"name": null, "role": "AXDisclosureTriangle", "description": null, "role_description": "disclosure triangle", "value": 0, "position": "209.00;6573.00", "size": "13;19", "children": []}, {"name": null, "role": "AXTextField", "description": null, "role_description": "text field", "value": "1210210", "position": "222.00;6573.00", "size": "152;19", "children": []}]}, {"name": null, "role": "AXTextField", "description": null, "role_description": "text field", "value": "2023-12-14 16:10:30", "position": "377.00;6573.00", "size": "115;19", "children": []}, {"name": null, "role": "AXTextField", "description": null, "role_description": "text field", "value": "5 KB", "position": "495.00;6573.00", "size": "64;19", "children": []}, {"name": null, "role": "AXTextField", "description": null, "role_description": "text field", "value": "Folder", "position": "562.00;6573.00", "size": "137;19", "children": []}, {"name": null, "role": "AXTextField", "description": null, "role_description": "text field", "value": "4 KB", "position": "702.00;6573.00", "size": "60;19", "children": []}, {"name": null, "role": "AXTextField", "description": null, "role_description": "text field", "value": "drwxr-xr-x", "position": "765.00;6573.00", "size": "62;19", "children": []}, {"name": null, "role": "AXStaticText", "description": null, "role_description": "text", "value": "", "position": "830.00;6573.00", "size": "64;19", "children": []}, {"name": null, "role": "AXTextField", "description": null, "role_description": "text field", "value": "", "position": "897.00;6573.00", "size": "64;19", "children": []}, {"name": null, "role": "AXTextField", "description": null, "role_description": "text field", "value": "5 KB", "position": "964.00;6573.00", "size": "64;19", "children": []}, {"name": null, "role": "AXTextField", "description": null, "role_description": "text field", "value": "Store", "position": "1031.00;6573.00", "size": "64;19", "children": []}]}, {"name": null, "role": "AXRow", "description": null, "role_description": "outline row", "value": null, "position": "158.00;6593.00", "size": "953;21", "children": [{"name": null, "role": "AXGroup", "description": null, "role_description": "group", "value": null, "position": "168.00;6593.00", "size": "208;21", "children": [{"name": null, "role": "AXDisclosureTriangle", "description": null, "role_description": "disclosure triangle", "value": 0, "position": "209.00;6594.00", "size": "13;19", "children": []}, {"name": null, "role": "AXTextField", "description": null, "role_description": "text field", "value": "1212547", "position": "222.00;6594.00", "size": "152;19", "children": []}]}, {"name": null, "role": "AXTextField", "description": null, "role_description": "text field", "value": "2023-12-14 16:10:27", "position": "377.00;6594.00", "size": "115;19", "children": []}, {"name": null, "role": "AXTextField", "description": null, "role_description": "text field", "value": "7 KB", "position": "495.00;6594.00", "size": "64;19", "children": []}, {"name": null, "role": "AXTextField", "description": null, "role_description": "text field", "value": "Folder", "position": "562.00;6594.00", "size": "137;19", "children": []}, {"name": null, "role": "AXTextField", "description": null, "role_description": "text field", "value": "7 KB", "position": "702.00;6594.00", "size": "60;19", "children": []}, {"name": null, "role": "AXTextField", "description": null, "role_description": "text field", "value": "drwxr-xr-x", "position": "765.00;6594.00", "size": "62;19", "children": []}, {"name": null, "role": "AXStaticText", "description": null, "role_description": "text", "value": "", "position": "830.00;6594.00", "size": "64;19", "children": []}, {"name": null, "role": "AXTextField", "description": null, "role_description": "text field", "value": "", "position": "897.00;6594.00", "size": "64;19", "children": []}, {"name": null, "role": "AXTextField", "description": null, "role_description": "text field", "value": "7 KB", "position": "964.00;6594.00", "size": "64;19", "children": []}, {"name": null, "role": "AXTextField", "description": null, "role_description": "text field", "value": "Store", "position": "1031.00;6594.00", "size": "64;19", "children": []}]}, {"name": null, "role": "AXRow", "description": null, "role_description": "outline row", "value": null, "position": "158.00;6614.00", "size": "953;21", "children": [{"name": null, "role": "AXGroup", "description": null, "role_description": "group", "value": null, "position": "168.00;6614.00", "size": "208;21", "children": [{"name": null, "role": "AXDisclosureTriangle", "description": null, "role_description": "disclosure triangle", "value": 0, "position": "209.00;6615.00", "size": "13;19", "children": []}, {"name": null, "role": "AXTextField", "description": null, "role_description": "text field", "value": "1217809", "position": "222.00;6615.00", "size": "152;19", "children": []}]}, {"name": null, "role": "AXTextField", "description": null, "role_description": "text field", "value": "2023-12-14 16:10:29", "position": "377.00;6615.00", "size": "115;19", "children": []}, {"name": null, "role": "AXTextField", "description": null, "role_description": "text field", "value": "5 KB", "position": "495.00;6615.00", "size": "64;19", "children": []}, {"name": null, "role": "AXTextField", "description": null, "role_description": "text field", "value": "Folder", "position": "562.00;6615.00", "size": "137;19", "children": []}, {"name": null, "role": "AXTextField", "description": null, "role_description": "text field", "value": "5 KB", "position": "702.00;6615.00", "size": "60;19", "children": []}, {"name": null, "role": "AXTextField", "description": null, "role_description": "text field", "value": "drwxr-xr-x", "position": "765.00;6615.00", "size": "62;19", "children": []}, {"name": null, "role": "AXStaticText", "description": null, "role_description": "text", "value": "", "position": "830.00;6615.00", "size": "64;19", "children": []}, {"name": null, "role": "AXTextField", "description": null, "role_description": "text field", "value": "", "position": "897.00;6615.00", "size": "64;19", "children": []}, {"name": null, "role": "AXTextField", "description": null, "role_description": "text field", "value": "5 KB", "position": "964.00;6615.00", "size": "64;19", "children": []}, {"name": null, "role": "AXTextField", "description": null, "role_description": "text field", "value": "Store", "position": "1031.00;6615.00", "size": "64;19", "children": []}]}, {"name": null, "role": "AXRow", "description": null, "role_description": "outline row", "value": null, "position": "158.00;6635.00", "size": "953;21", "children": [{"name": null, "role": "AXGroup", "description": null, "role_description": "group", "value": null, "position": "168.00;6635.00", "size": "208;21", "children": [{"name": null, "role": "AXDisclosureTriangle", "description": null, "role_description": "disclosure triangle", "value": 0, "position": "209.00;6636.00", "size": "13;19", "children": []}, {"name": null, "role": "AXTextField", "description": null, "role_description": "text field", "value": "1217035", "position": "222.00;6636.00", "size": "152;19", "children": []}]}, {"name": null, "role": "AXTextField", "description": null, "role_description": "text field", "value": "2023-12-14 16:10:30", "position": "377.00;6636.00", "size": "115;19", "children": []}, {"name": null, "role": "AXTextField", "description": null, "role_description": "text field", "value": "5 KB", "position": "495.00;6636.00", "size": "64;19", "children": []}, {"name": null, "role": "AXTextField", "description": null, "role_description": "text field", "value": "Folder", "position": "562.00;6636.00", "size": "137;19", "children": []}, {"name": null, "role": "AXTextField", "description": null, "role_description": "text field", "value": "5 KB", "position": "702.00;6636.00", "size": "60;19", "children": []}, {"name": null, "role": "AXTextField", "description": null, "role_description": "text field", "value": "drwxr-xr-x", "position": "765.00;6636.00", "size": "62;19", "children": []}, {"name": null, "role": "AXStaticText", "description": null, "role_description": "text", "value": "", "position": "830.00;6636.00", "size": "64;19", "children": []}, {"name": null, "role": "AXTextField", "description": null, "role_description": "text field", "value": "", "position": "897.00;6636.00", "size": "64;19", "children": []}, {"name": null, "role": "AXTextField", "description": null, "role_description": "text field", "value": "5 KB", "position": "964.00;6636.00", "size": "64;19", "children": []}, {"name": null, "role": "AXTextField", "description": null, "role_description": "text field", "value": "Store", "position": "1031.00;6636.00", "size": "64;19", "children": []}]}, {"name": null, "role": "AXRow", "description": null, "role_description": "outline row", "value": null, "position": "158.00;6656.00", "size": "953;21", "children": [{"name": null, "role": "AXGroup", "description": null, "role_description": "group", "value": null, "position": "168.00;6656.00", "size": "208;21", "children": [{"name": null, "role": "AXDisclosureTriangle", "description": null, "role_description": "disclosure triangle", "value": 0, "position": "209.00;6657.00", "size": "13;19", "children": []}, {"name": null, "role": "AXTextField", "description": null, "role_description": "text field", "value": "1212781", "position": "222.00;6657.00", "size": "152;19", "children": []}]}, {"name": null, "role": "AXTextField", "description": null, "role_description": "text field", "value": "2023-12-14 16:10:28", "position": "377.00;6657.00", "size": "115;19", "children": []}, {"name": null, "role": "AXTextField", "description": null, "role_description": "text field", "value": "5 KB", "position": "495.00;6657.00", "size": "64;19", "children": []}, {"name": null, "role": "AXTextField", "description": null, "role_description": "text field", "value": "Folder", "position": "562.00;6657.00", "size": "137;19", "children": []}, {"name": null, "role": "AXTextField", "description": null, "role_description": "text field", "value": "5 KB", "position": "702.00;6657.00", "size": "60;19", "children": []}, {"name": null, "role": "AXTextField", "description": null, "role_description": "text field", "value": "drwxr-xr-x", "position": "765.00;6657.00", "size": "62;19", "children": []}, {"name": null, "role": "AXStaticText", "description": null, "role_description": "text", "value": "", "position": "830.00;6657.00", "size": "64;19", "children": []}, {"name": null, "role": "AXTextField", "description": null, "role_description": "text field", "value": "", "position": "897.00;6657.00", "size": "64;19", "children": []}, {"name": null, "role": "AXTextField", "description": null, "role_description": "text field", "value": "5 KB", "position": "964.00;6657.00", "size": "64;19", "children": []}, {"name": null, "role": "AXTextField", "description": null, "role_description": "text field", "value": "Store", "position": "1031.00;6657.00", "size": "64;19", "children": []}]}, {"name": null, "role": "AXRow", "description": null, "role_description": "outline row", "value": null, "position": "158.00;6677.00", "size": "953;21", "children": [{"name": null, "role": "AXGroup", "description": null, "role_description": "group", "value": null, "position": "168.00;6677.00", "size": "208;21", "children": [{"name": null, "role": "AXDisclosureTriangle", "description": null, "role_description": "disclosure triangle", "value": 0, "position": "209.00;6678.00", "size": "13;19", "children": []}, {"name": null, "role": "AXTextField", "description": null, "role_description": "text field", "value": "1219369", "position": "222.00;6678.00", "size": "152;19", "children": []}]}, {"name": null, "role": "AXTextField", "description": null, "role_description": "text field", "value": "2023-12-14 16:10:26", "position": "377.00;6678.00", "size": "115;19", "children": []}, {"name": null, "role": "AXTextField", "description": null, "role_description": "text field", "value": "11 KB", "position": "495.00;6678.00", "size": "64;19", "children": []}, {"name": null, "role": "AXTextField", "description": null, "role_description": "text field", "value": "Folder", "position": "562.00;6678.00", "size": "137;19", "children": []}, {"name": null, "role": "AXTextField", "description": null, "role_description": "text field", "value": "10 KB", "position": "702.00;6678.00", "size": "60;19", "children": []}, {"name": null, "role": "AXTextField", "description": null, "role_description": "text field", "value": "drwxr-xr-x", "position": "765.00;6678.00", "size": "62;19", "children": []}, {"name": null, "role": "AXStaticText", "description": null, "role_description": "text", "value": "", "position": "830.00;6678.00", "size": "64;19", "children": []}, {"name": null, "role": "AXTextField", "description": null, "role_description": "text field", "value": "", "position": "897.00;6678.00", "size": "64;19", "children": []}, {"name": null, "role": "AXTextField", "description": null, "role_description": "text field", "value": "11 KB", "position": "964.00;6678.00", "size": "64;19", "children": []}, {"name": null, "role": "AXTextField", "description": null, "role_description": "text field", "value": "Store", "position": "1031.00;6678.00", "size": "64;19", "children": []}]}, {"name": null, "role": "AXRow", "description": null, "role_description": "outline row", "value": null, "position": "158.00;6698.00", "size": "953;21", "children": [{"name": null, "role": "AXGroup", "description": null, "role_description": "group", "value": null, "position": "168.00;6698.00", "size": "208;21", "children": [{"name": null, "role": "AXDisclosureTriangle", "description": null, "role_description": "disclosure triangle", "value": 0, "position": "209.00;6699.00", "size": "13;19", "children": []}, {"name": null, "role": "AXTextField", "description": null, "role_description": "text field", "value": "1213653", "position": "222.00;6699.00", "size": "152;19", "children": []}]}, {"name": null, "role": "AXTextField", "description": null, "role_description": "text field", "value": "2023-12-14 16:10:26", "position": "377.00;6699.00", "size": "115;19", "children": []}, {"name": null, "role": "AXTextField", "description": null, "role_description": "text field", "value": "10 KB", "position": "495.00;6699.00", "size": "64;19", "children": []}, {"name": null, "role": "AXTextField", "description": null, "role_description": "text field", "value": "Folder", "position": "562.00;6699.00", "size": "137;19", "children": []}, {"name": null, "role": "AXTextField", "description": null, "role_description": "text field", "value": "10 KB", "position": "702.00;6699.00", "size": "60;19", "children": []}, {"name": null, "role": "AXTextField", "description": null, "role_description": "text field", "value": "drwxr-xr-x", "position": "765.00;6699.00", "size": "62;19", "children": []}, {"name": null, "role": "AXStaticText", "description": null, "role_description": "text", "value": "", "position": "830.00;6699.00", "size": "64;19", "children": []}, {"name": null, "role": "AXTextField", "description": null, "role_description": "text field", "value": "", "position": "897.00;6699.00", "size": "64;19", "children": []}, {"name": null, "role": "AXTextField", "description": null, "role_description": "text field", "value": "10 KB", "position": "964.00;6699.00", "size": "64;19", "children": []}, {"name": null, "role": "AXTextField", "description": null, "role_description": "text field", "value": "Store", "position": "1031.00;6699.00", "size": "64;19", "children": []}]}, {"name": null, "role": "AXRow", "description": null, "role_description": "outline row", "value": null, "position": "158.00;6719.00", "size": "953;21", "children": [{"name": null, "role": "AXGroup", "description": null, "role_description": "group", "value": null, "position": "168.00;6719.00", "size": "208;21", "children": [{"name": null, "role": "AXDisclosureTriangle", "description": null, "role_description": "disclosure triangle", "value": 0, "position": "209.00;6720.00", "size": "13;19", "children": []}, {"name": null, "role": "AXTextField", "description": null, "role_description": "text field", "value": "1216321", "position": "222.00;6720.00", "size": "152;19", "children": []}]}, {"name": null, "role": "AXTextField", "description": null, "role_description": "text field", "value": "2023-12-14 16:10:28", "position": "377.00;6720.00", "size": "115;19", "children": []}, {"name": null, "role": "AXTextField", "description": null, "role_description": "text field", "value": "5 KB", "position": "495.00;6720.00", "size": "64;19", "children": []}, {"name": null, "role": "AXTextField", "description": null, "role_description": "text field", "value": "Folder", "position": "562.00;6720.00", "size": "137;19", "children": []}, {"name": null, "role": "AXTextField", "description": null, "role_description": "text field", "value": "4 KB", "position": "702.00;6720.00", "size": "60;19", "children": []}, {"name": null, "role": "AXTextField", "description": null, "role_description": "text field", "value": "drwxr-xr-x", "position": "765.00;6720.00", "size": "62;19", "children": []}, {"name": null, "role": "AXStaticText", "description": null, "role_description": "text", "value": "", "position": "830.00;6720.00", "size": "64;19", "children": []}, {"name": null, "role": "AXTextField", "description": null, "role_description": "text field", "value": "", "position": "897.00;6720.00", "size": "64;19", "children": []}, {"name": null, "role": "AXTextField", "description": null, "role_description": "text field", "value": "5 KB", "position": "964.00;6720.00", "size": "64;19", "children": []}, {"name": null, "role": "AXTextField", "description": null, "role_description": "text field", "value": "Store", "position": "1031.00;6720.00", "size": "64;19", "children": []}]}, {"name": null, "role": "AXRow", "description": null, "role_description": "outline row", "value": null, "position": "158.00;6740.00", "size": "953;21", "children": [{"name": null, "role": "AXGroup", "description": null, "role_description": "group", "value": null, "position": "168.00;6740.00", "size": "208;21", "children": [{"name": null, "role": "AXDisclosureTriangle", "description": null, "role_description": "disclosure triangle", "value": 0, "position": "209.00;6741.00", "size": "13;19", "children": []}, {"name": null, "role": "AXTextField", "description": null, "role_description": "text field", "value": "1214476", "position": "222.00;6741.00", "size": "152;19", "children": []}]}, {"name": null, "role": "AXTextField", "description": null, "role_description": "text field", "value": "2023-12-14 16:10:31", "position": "377.00;6741.00", "size": "115;19", "children": []}, {"name": null, "role": "AXTextField", "description": null, "role_description": "text field", "value": "28 KB", "position": "495.00;6741.00", "size": "64;19", "children": []}, {"name": null, "role": "AXTextField", "description": null, "role_description": "text field", "value": "Folder", "position": "562.00;6741.00", "size": "137;19", "children": []}, {"name": null, "role": "AXTextField", "description": null, "role_description": "text field", "value": "28 KB", "position": "702.00;6741.00", "size": "60;19", "children": []}, {"name": null, "role": "AXTextField", "description": null, "role_description": "text field", "value": "drwxr-xr-x", "position": "765.00;6741.00", "size": "62;19", "children": []}, {"name": null, "role": "AXStaticText", "description": null, "role_description": "text", "value": "", "position": "830.00;6741.00", "size": "64;19", "children": []}, {"name": null, "role": "AXTextField", "description": null, "role_description": "text field", "value": "", "position": "897.00;6741.00", "size": "64;19", "children": []}, {"name": null, "role": "AXTextField", "description": null, "role_description": "text field", "value": "28 KB", "position": "964.00;6741.00", "size": "64;19", "children": []}, {"name": null, "role": "AXTextField", "description": null, "role_description": "text field", "value": "Store", "position": "1031.00;6741.00", "size": "64;19", "children": []}]}, {"name": null, "role": "AXRow", "description": null, "role_description": "outline row", "value": null, "position": "158.00;6761.00", "size": "953;21", "children": [{"name": null, "role": "AXGroup", "description": null, "role_description": "group", "value": null, "position": "168.00;6761.00", "size": "208;21", "children": [{"name": null, "role": "AXDisclosureTriangle", "description": null, "role_description": "disclosure triangle", "value": 0, "position": "209.00;6762.00", "size": "13;19", "children": []}, {"name": null, "role": "AXTextField", "description": null, "role_description": "text field", "value": "1211104", "position": "222.00;6762.00", "size": "152;19", "children": []}]}, {"name": null, "role": "AXTextField", "description": null, "role_description": "text field", "value": "2023-12-14 16:10:31", "position": "377.00;6762.00", "size": "115;19", "children": []}, {"name": null, "role": "AXTextField", "description": null, "role_description": "text field", "value": "6 KB", "position": "495.00;6762.00", "size": "64;19", "children": []}, {"name": null, "role": "AXTextField", "description": null, "role_description": "text field", "value": "Folder", "position": "562.00;6762.00", "size": "137;19", "children": []}, {"name": null, "role": "AXTextField", "description": null, "role_description": "text field", "value": "6 KB", "position": "702.00;6762.00", "size": "60;19", "children": []}, {"name": null, "role": "AXTextField", "description": null, "role_description": "text field", "value": "drwxr-xr-x", "position": "765.00;6762.00", "size": "62;19", "children": []}, {"name": null, "role": "AXStaticText", "description": null, "role_description": "text", "value": "", "position": "830.00;6762.00", "size": "64;19", "children": []}, {"name": null, "role": "AXTextField", "description": null, "role_description": "text field", "value": "", "position": "897.00;6762.00", "size": "64;19", "children": []}, {"name": null, "role": "AXTextField", "description": null, "role_description": "text field", "value": "6 KB", "position": "964.00;6762.00", "size": "64;19", "children": []}, {"name": null, "role": "AXTextField", "description": null, "role_description": "text field", "value": "Store", "position": "1031.00;6762.00", "size": "64;19", "children": []}]}, {"name": null, "role": "AXRow", "description": null, "role_description": "outline row", "value": null, "position": "158.00;6782.00", "size": "953;21", "children": [{"name": null, "role": "AXGroup", "description": null, "role_description": "group", "value": null, "position": "168.00;6782.00", "size": "208;21", "children": [{"name": null, "role": "AXDisclosureTriangle", "description": null, "role_description": "disclosure triangle", "value": 0, "position": "209.00;6783.00", "size": "13;19", "children": []}, {"name": null, "role": "AXTextField", "description": null, "role_description": "text field", "value": "1215796", "position": "222.00;6783.00", "size": "152;19", "children": []}]}, {"name": null, "role": "AXTextField", "description": null, "role_description": "text field", "value": "2023-12-14 16:10:30", "position": "377.00;6783.00", "size": "115;19", "children": []}, {"name": null, "role": "AXTextField", "description": null, "role_description": "text field", "value": "20 KB", "position": "495.00;6783.00", "size": "64;19", "children": []}, {"name": null, "role": "AXTextField", "description": null, "role_description": "text field", "value": "Folder", "position": "562.00;6783.00", "size": "137;19", "children": []}, {"name": null, "role": "AXTextField", "description": null, "role_description": "text field", "value": "19 KB", "position": "702.00;6783.00", "size": "60;19", "children": []}, {"name": null, "role": "AXTextField", "description": null, "role_description": "text field", "value": "drwxr-xr-x", "position": "765.00;6783.00", "size": "62;19", "children": []}, {"name": null, "role": "AXStaticText", "description": null, "role_description": "text", "value": "", "position": "830.00;6783.00", "size": "64;19", "children": []}, {"name": null, "role": "AXTextField", "description": null, "role_description": "text field", "value": "", "position": "897.00;6783.00", "size": "64;19", "children": []}, {"name": null, "role": "AXTextField", "description": null, "role_description": "text field", "value": "20 KB", "position": "964.00;6783.00", "size": "64;19", "children": []}, {"name": null, "role": "AXTextField", "description": null, "role_description": "text field", "value": "Store", "position": "1031.00;6783.00", "size": "64;19", "children": []}]}, {"name": null, "role": "AXRow", "description": null, "role_description": "outline row", "value": null, "position": "158.00;6803.00", "size": "953;21", "children": [{"name": null, "role": "AXGroup", "description": null, "role_description": "group", "value": null, "position": "168.00;6803.00", "size": "208;21", "children": [{"name": null, "role": "AXDisclosureTriangle", "description": null, "role_description": "disclosure triangle", "value": 0, "position": "209.00;6804.00", "size": "13;19", "children": []}, {"name": null, "role": "AXTextField", "description": null, "role_description": "text field", "value": "1211336", "position": "222.00;6804.00", "size": "152;19", "children": []}]}, {"name": null, "role": "AXTextField", "description": null, "role_description": "text field", "value": "2023-12-14 16:10:29", "position": "377.00;6804.00", "size": "115;19", "children": []}, {"name": null, "role": "AXTextField", "description": null, "role_description": "text field", "value": "6 KB", "position": "495.00;6804.00", "size": "64;19", "children": []}, {"name": null, "role": "AXTextField", "description": null, "role_description": "text field", "value": "Folder", "position": "562.00;6804.00", "size": "137;19", "children": []}, {"name": null, "role": "AXTextField", "description": null, "role_description": "text field", "value": "6 KB", "position": "702.00;6804.00", "size": "60;19", "children": []}, {"name": null, "role": "AXTextField", "description": null, "role_description": "text field", "value": "drwxr-xr-x", "position": "765.00;6804.00", "size": "62;19", "children": []}, {"name": null, "role": "AXStaticText", "description": null, "role_description": "text", "value": "", "position": "830.00;6804.00", "size": "64;19", "children": []}, {"name": null, "role": "AXTextField", "description": null, "role_description": "text field", "value": "", "position": "897.00;6804.00", "size": "64;19", "children": []}, {"name": null, "role": "AXTextField", "description": null, "role_description": "text field", "value": "6 KB", "position": "964.00;6804.00", "size": "64;19", "children": []}, {"name": null, "role": "AXTextField", "description": null, "role_description": "text field", "value": "Store", "position": "1031.00;6804.00", "size": "64;19", "children": []}]}, {"name": null, "role": "AXRow", "description": null, "role_description": "outline row", "value": null, "position": "158.00;6824.00", "size": "953;21", "children": [{"name": null, "role": "AXGroup", "description": null, "role_description": "group", "value": null, "position": "168.00;6824.00", "size": "208;21", "children": [{"name": null, "role": "AXDisclosureTriangle", "description": null, "role_description": "disclosure triangle", "value": 0, "position": "209.00;6825.00", "size": "13;19", "children": []}, {"name": null, "role": "AXTextField", "description": null, "role_description": "text field", "value": "1213461", "position": "222.00;6825.00", "size": "152;19", "children": []}]}, {"name": null, "role": "AXTextField", "description": null, "role_description": "text field", "value": "2023-12-14 16:10:28", "position": "377.00;6825.00", "size": "115;19", "children": []}, {"name": null, "role": "AXTextField", "description": null, "role_description": "text field", "value": "5 KB", "position": "495.00;6825.00", "size": "64;19", "children": []}, {"name": null, "role": "AXTextField", "description": null, "role_description": "text field", "value": "Folder", "position": "562.00;6825.00", "size": "137;19", "children": []}, {"name": null, "role": "AXTextField", "description": null, "role_description": "text field", "value": "4 KB", "position": "702.00;6825.00", "size": "60;19", "children": []}, {"name": null, "role": "AXTextField", "description": null, "role_description": "text field", "value": "drwxr-xr-x", "position": "765.00;6825.00", "size": "62;19", "children": []}, {"name": null, "role": "AXStaticText", "description": null, "role_description": "text", "value": "", "position": "830.00;6825.00", "size": "64;19", "children": []}, {"name": null, "role": "AXTextField", "description": null, "role_description": "text field", "value": "", "position": "897.00;6825.00", "size": "64;19", "children": []}, {"name": null, "role": "AXTextField", "description": null, "role_description": "text field", "value": "5 KB", "position": "964.00;6825.00", "size": "64;19", "children": []}, {"name": null, "role": "AXTextField", "description": null, "role_description": "text field", "value": "Store", "position": "1031.00;6825.00", "size": "64;19", "children": []}]}, {"name": null, "role": "AXRow", "description": null, "role_description": "outline row", "value": null, "position": "158.00;6845.00", "size": "953;21", "children": [{"name": null, "role": "AXGroup", "description": null, "role_description": "group", "value": null, "position": "168.00;6845.00", "size": "208;21", "children": [{"name": null, "role": "AXDisclosureTriangle", "description": null, "role_description": "disclosure triangle", "value": 0, "position": "209.00;6846.00", "size": "13;19", "children": []}, {"name": null, "role": "AXTextField", "description": null, "role_description": "text field", "value": "1211752", "position": "222.00;6846.00", "size": "152;19", "children": []}]}, {"name": null, "role": "AXTextField", "description": null, "role_description": "text field", "value": "2023-12-14 16:10:30", "position": "377.00;6846.00", "size": "115;19", "children": []}, {"name": null, "role": "AXTextField", "description": null, "role_description": "text field", "value": "5 KB", "position": "495.00;6846.00", "size": "64;19", "children": []}, {"name": null, "role": "AXTextField", "description": null, "role_description": "text field", "value": "Folder", "position": "562.00;6846.00", "size": "137;19", "children": []}, {"name": null, "role": "AXTextField", "description": null, "role_description": "text field", "value": "5 KB", "position": "702.00;6846.00", "size": "60;19", "children": []}, {"name": null, "role": "AXTextField", "description": null, "role_description": "text field", "value": "drwxr-xr-x", "position": "765.00;6846.00", "size": "62;19", "children": []}, {"name": null, "role": "AXStaticText", "description": null, "role_description": "text", "value": "", "position": "830.00;6846.00", "size": "64;19", "children": []}, {"name": null, "role": "AXTextField", "description": null, "role_description": "text field", "value": "", "position": "897.00;6846.00", "size": "64;19", "children": []}, {"name": null, "role": "AXTextField", "description": null, "role_description": "text field", "value": "5 KB", "position": "964.00;6846.00", "size": "64;19", "children": []}, {"name": null, "role": "AXTextField", "description": null, "role_description": "text field", "value": "Store", "position": "1031.00;6846.00", "size": "64;19", "children": []}]}, {"name": null, "role": "AXRow", "description": null, "role_description": "outline row", "value": null, "position": "158.00;6866.00", "size": "953;21", "children": [{"name": null, "role": "AXGroup", "description": null, "role_description": "group", "value": null, "position": "168.00;6866.00", "size": "208;21", "children": [{"name": null, "role": "AXDisclosureTriangle", "description": null, "role_description": "disclosure triangle", "value": 0, "position": "209.00;6867.00", "size": "13;19", "children": []}, {"name": null, "role": "AXTextField", "description": null, "role_description": "text field", "value": "1210680", "position": "222.00;6867.00", "size": "152;19", "children": []}]}, {"name": null, "role": "AXTextField", "description": null, "role_description": "text field", "value": "2023-12-14 16:10:26", "position": "377.00;6867.00", "size": "115;19", "children": []}, {"name": null, "role": "AXTextField", "description": null, "role_description": "text field", "value": "2 KB", "position": "495.00;6867.00", "size": "64;19", "children": []}, {"name": null, "role": "AXTextField", "description": null, "role_description": "text field", "value": "Folder", "position": "562.00;6867.00", "size": "137;19", "children": []}, {"name": null, "role": "AXTextField", "description": null, "role_description": "text field", "value": "2 KB", "position": "702.00;6867.00", "size": "60;19", "children": []}, {"name": null, "role": "AXTextField", "description": null, "role_description": "text field", "value": "drwxr-xr-x", "position": "765.00;6867.00", "size": "62;19", "children": []}, {"name": null, "role": "AXStaticText", "description": null, "role_description": "text", "value": "", "position": "830.00;6867.00", "size": "64;19", "children": []}, {"name": null, "role": "AXTextField", "description": null, "role_description": "text field", "value": "", "position": "897.00;6867.00", "size": "64;19", "children": []}, {"name": null, "role": "AXTextField", "description": null, "role_description": "text field", "value": "2 KB", "position": "964.00;6867.00", "size": "64;19", "children": []}, {"name": null, "role": "AXTextField", "description": null, "role_description": "text field", "value": "Store", "position": "1031.00;6867.00", "size": "64;19", "children": []}]}, {"name": null, "role": "AXRow", "description": null, "role_description": "outline row", "value": null, "position": "158.00;6887.00", "size": "953;21", "children": [{"name": null, "role": "AXGroup", "description": null, "role_description": "group", "value": null, "position": "168.00;6887.00", "size": "208;21", "children": [{"name": null, "role": "AXDisclosureTriangle", "description": null, "role_description": "disclosure triangle", "value": 0, "position": "209.00;6888.00", "size": "13;19", "children": []}, {"name": null, "role": "AXTextField", "description": null, "role_description": "text field", "value": "1213839", "position": "222.00;6888.00", "size": "152;19", "children": []}]}, {"name": null, "role": "AXTextField", "description": null, "role_description": "text field", "value": "2023-12-14 16:10:31", "position": "377.00;6888.00", "size": "115;19", "children": []}, {"name": null, "role": "AXTextField", "description": null, "role_description": "text field", "value": "6 KB", "position": "495.00;6888.00", "size": "64;19", "children": []}, {"name": null, "role": "AXTextField", "description": null, "role_description": "text field", "value": "Folder", "position": "562.00;6888.00", "size": "137;19", "children": []}, {"name": null, "role": "AXTextField", "description": null, "role_description": "text field", "value": "5 KB", "position": "702.00;6888.00", "size": "60;19", "children": []}, {"name": null, "role": "AXTextField", "description": null, "role_description": "text field", "value": "drwxr-xr-x", "position": "765.00;6888.00", "size": "62;19", "children": []}, {"name": null, "role": "AXStaticText", "description": null, "role_description": "text", "value": "", "position": "830.00;6888.00", "size": "64;19", "children": []}, {"name": null, "role": "AXTextField", "description": null, "role_description": "text field", "value": "", "position": "897.00;6888.00", "size": "64;19", "children": []}, {"name": null, "role": "AXTextField", "description": null, "role_description": "text field", "value": "6 KB", "position": "964.00;6888.00", "size": "64;19", "children": []}, {"name": null, "role": "AXTextField", "description": null, "role_description": "text field", "value": "Store", "position": "1031.00;6888.00", "size": "64;19", "children": []}]}, {"name": null, "role": "AXRow", "description": null, "role_description": "outline row", "value": null, "position": "158.00;6908.00", "size": "953;21", "children": [{"name": null, "role": "AXGroup", "description": null, "role_description": "group", "value": null, "position": "168.00;6908.00", "size": "208;21", "children": [{"name": null, "role": "AXDisclosureTriangle", "description": null, "role_description": "disclosure triangle", "value": 0, "position": "209.00;6909.00", "size": "13;19", "children": []}, {"name": null, "role": "AXTextField", "description": null, "role_description": "text field", "value": "1216577", "position": "222.00;6909.00", "size": "152;19", "children": []}]}, {"name": null, "role": "AXTextField", "description": null, "role_description": "text field", "value": "2023-12-14 16:10:31", "position": "377.00;6909.00", "size": "115;19", "children": []}, {"name": null, "role": "AXTextField", "description": null, "role_description": "text field", "value": "5 KB", "position": "495.00;6909.00", "size": "64;19", "children": []}, {"name": null, "role": "AXTextField", "description": null, "role_description": "text field", "value": "Folder", "position": "562.00;6909.00", "size": "137;19", "children": []}, {"name": null, "role": "AXTextField", "description": null, "role_description": "text field", "value": "5 KB", "position": "702.00;6909.00", "size": "60;19", "children": []}, {"name": null, "role": "AXTextField", "description": null, "role_description": "text field", "value": "drwxr-xr-x", "position": "765.00;6909.00", "size": "62;19", "children": []}, {"name": null, "role": "AXStaticText", "description": null, "role_description": "text", "value": "", "position": "830.00;6909.00", "size": "64;19", "children": []}, {"name": null, "role": "AXTextField", "description": null, "role_description": "text field", "value": "", "position": "897.00;6909.00", "size": "64;19", "children": []}, {"name": null, "role": "AXTextField", "description": null, "role_description": "text field", "value": "5 KB", "position": "964.00;6909.00", "size": "64;19", "children": []}, {"name": null, "role": "AXTextField", "description": null, "role_description": "text field", "value": "Store", "position": "1031.00;6909.00", "size": "64;19", "children": []}]}, {"name": null, "role": "AXRow", "description": null, "role_description": "outline row", "value": null, "position": "158.00;6929.00", "size": "953;21", "children": [{"name": null, "role": "AXGroup", "description": null, "role_description": "group", "value": null, "position": "168.00;6929.00", "size": "208;21", "children": [{"name": null, "role": "AXDisclosureTriangle", "description": null, "role_description": "disclosure triangle", "value": 0, "position": "209.00;6930.00", "size": "13;19", "children": []}, {"name": null, "role": "AXTextField", "description": null, "role_description": "text field", "value": "1213237", "position": "222.00;6930.00", "size": "152;19", "children": []}]}, {"name": null, "role": "AXTextField", "description": null, "role_description": "text field", "value": "2023-12-14 16:10:31", "position": "377.00;6930.00", "size": "115;19", "children": []}, {"name": null, "role": "AXTextField", "description": null, "role_description": "text field", "value": "3 KB", "position": "495.00;6930.00", "size": "64;19", "children": []}, {"name": null, "role": "AXTextField", "description": null, "role_description": "text field", "value": "Folder", "position": "562.00;6930.00", "size": "137;19", "children": []}, {"name": null, "role": "AXTextField", "description": null, "role_description": "text field", "value": "3 KB", "position": "702.00;6930.00", "size": "60;19", "children": []}, {"name": null, "role": "AXTextField", "description": null, "role_description": "text field", "value": "drwxr-xr-x", "position": "765.00;6930.00", "size": "62;19", "children": []}, {"name": null, "role": "AXStaticText", "description": null, "role_description": "text", "value": "", "position": "830.00;6930.00", "size": "64;19", "children": []}, {"name": null, "role": "AXTextField", "description": null, "role_description": "text field", "value": "", "position": "897.00;6930.00", "size": "64;19", "children": []}, {"name": null, "role": "AXTextField", "description": null, "role_description": "text field", "value": "3 KB", "position": "964.00;6930.00", "size": "64;19", "children": []}, {"name": null, "role": "AXTextField", "description": null, "role_description": "text field", "value": "Store", "position": "1031.00;6930.00", "size": "64;19", "children": []}]}, {"name": null, "role": "AXRow", "description": null, "role_description": "outline row", "value": null, "position": "158.00;6950.00", "size": "953;21", "children": [{"name": null, "role": "AXGroup", "description": null, "role_description": "group", "value": null, "position": "168.00;6950.00", "size": "208;21", "children": [{"name": null, "role": "AXDisclosureTriangle", "description": null, "role_description": "disclosure triangle", "value": 0, "position": "209.00;6951.00", "size": "13;19", "children": []}, {"name": null, "role": "AXTextField", "description": null, "role_description": "text field", "value": "1217697", "position": "222.00;6951.00", "size": "152;19", "children": []}]}, {"name": null, "role": "AXTextField", "description": null, "role_description": "text field", "value": "2023-12-14 16:10:29", "position": "377.00;6951.00", "size": "115;19", "children": []}, {"name": null, "role": "AXTextField", "description": null, "role_description": "text field", "value": "5 KB", "position": "495.00;6951.00", "size": "64;19", "children": []}, {"name": null, "role": "AXTextField", "description": null, "role_description": "text field", "value": "Folder", "position": "562.00;6951.00", "size": "137;19", "children": []}, {"name": null, "role": "AXTextField", "description": null, "role_description": "text field", "value": "5 KB", "position": "702.00;6951.00", "size": "60;19", "children": []}, {"name": null, "role": "AXTextField", "description": null, "role_description": "text field", "value": "drwxr-xr-x", "position": "765.00;6951.00", "size": "62;19", "children": []}, {"name": null, "role": "AXStaticText", "description": null, "role_description": "text", "value": "", "position": "830.00;6951.00", "size": "64;19", "children": []}, {"name": null, "role": "AXTextField", "description": null, "role_description": "text field", "value": "", "position": "897.00;6951.00", "size": "64;19", "children": []}, {"name": null, "role": "AXTextField", "description": null, "role_description": "text field", "value": "5 KB", "position": "964.00;6951.00", "size": "64;19", "children": []}, {"name": null, "role": "AXTextField", "description": null, "role_description": "text field", "value": "Store", "position": "1031.00;6951.00", "size": "64;19", "children": []}]}, {"name": null, "role": "AXRow", "description": null, "role_description": "outline row", "value": null, "position": "158.00;6971.00", "size": "953;21", "children": [{"name": null, "role": "AXGroup", "description": null, "role_description": "group", "value": null, "position": "168.00;6971.00", "size": "208;21", "children": [{"name": null, "role": "AXDisclosureTriangle", "description": null, "role_description": "disclosure triangle", "value": 0, "position": "209.00;6972.00", "size": "13;19", "children": []}, {"name": null, "role": "AXTextField", "description": null, "role_description": "text field", "value": "1216745", "position": "222.00;6972.00", "size": "152;19", "children": []}]}, {"name": null, "role": "AXTextField", "description": null, "role_description": "text field", "value": "2023-12-14 16:10:26", "position": "377.00;6972.00", "size": "115;19", "children": []}, {"name": null, "role": "AXTextField", "description": null, "role_description": "text field", "value": "2 KB", "position": "495.00;6972.00", "size": "64;19", "children": []}, {"name": null, "role": "AXTextField", "description": null, "role_description": "text field", "value": "Folder", "position": "562.00;6972.00", "size": "137;19", "children": []}, {"name": null, "role": "AXTextField", "description": null, "role_description": "text field", "value": "2 KB", "position": "702.00;6972.00", "size": "60;19", "children": []}, {"name": null, "role": "AXTextField", "description": null, "role_description": "text field", "value": "drwxr-xr-x", "position": "765.00;6972.00", "size": "62;19", "children": []}, {"name": null, "role": "AXStaticText", "description": null, "role_description": "text", "value": "", "position": "830.00;6972.00", "size": "64;19", "children": []}, {"name": null, "role": "AXTextField", "description": null, "role_description": "text field", "value": "", "position": "897.00;6972.00", "size": "64;19", "children": []}, {"name": null, "role": "AXTextField", "description": null, "role_description": "text field", "value": "2 KB", "position": "964.00;6972.00", "size": "64;19", "children": []}, {"name": null, "role": "AXTextField", "description": null, "role_description": "text field", "value": "Store", "position": "1031.00;6972.00", "size": "64;19", "children": []}]}, {"name": null, "role": "AXRow", "description": null, "role_description": "outline row", "value": null, "position": "158.00;6992.00", "size": "953;21", "children": [{"name": null, "role": "AXGroup", "description": null, "role_description": "group", "value": null, "position": "168.00;6992.00", "size": "208;21", "children": [{"name": null, "role": "AXDisclosureTriangle", "description": null, "role_description": "disclosure triangle", "value": 0, "position": "209.00;6993.00", "size": "13;19", "children": []}, {"name": null, "role": "AXTextField", "description": null, "role_description": "text field", "value": "1214012", "position": "222.00;6993.00", "size": "152;19", "children": []}]}, {"name": null, "role": "AXTextField", "description": null, "role_description": "text field", "value": "2023-12-14 16:10:31", "position": "377.00;6993.00", "size": "115;19", "children": []}, {"name": null, "role": "AXTextField", "description": null, "role_description": "text field", "value": "5 KB", "position": "495.00;6993.00", "size": "64;19", "children": []}, {"name": null, "role": "AXTextField", "description": null, "role_description": "text field", "value": "Folder", "position": "562.00;6993.00", "size": "137;19", "children": []}, {"name": null, "role": "AXTextField", "description": null, "role_description": "text field", "value": "5 KB", "position": "702.00;6993.00", "size": "60;19", "children": []}, {"name": null, "role": "AXTextField", "description": null, "role_description": "text field", "value": "drwxr-xr-x", "position": "765.00;6993.00", "size": "62;19", "children": []}, {"name": null, "role": "AXStaticText", "description": null, "role_description": "text", "value": "", "position": "830.00;6993.00", "size": "64;19", "children": []}, {"name": null, "role": "AXTextField", "description": null, "role_description": "text field", "value": "", "position": "897.00;6993.00", "size": "64;19", "children": []}, {"name": null, "role": "AXTextField", "description": null, "role_description": "text field", "value": "5 KB", "position": "964.00;6993.00", "size": "64;19", "children": []}, {"name": null, "role": "AXTextField", "description": null, "role_description": "text field", "value": "Store", "position": "1031.00;6993.00", "size": "64;19", "children": []}]}, {"name": null, "role": "AXRow", "description": null, "role_description": "outline row", "value": null, "position": "158.00;7013.00", "size": "953;21", "children": [{"name": null, "role": "AXGroup", "description": null, "role_description": "group", "value": null, "position": "168.00;7013.00", "size": "208;21", "children": [{"name": null, "role": "AXDisclosureTriangle", "description": null, "role_description": "disclosure triangle", "value": 0, "position": "209.00;7014.00", "size": "13;19", "children": []}, {"name": null, "role": "AXTextField", "description": null, "role_description": "text field", "value": "1212318", "position": "222.00;7014.00", "size": "152;19", "children": []}]}, {"name": null, "role": "AXTextField", "description": null, "role_description": "text field", "value": "2023-12-14 16:10:27", "position": "377.00;7014.00", "size": "115;19", "children": []}, {"name": null, "role": "AXTextField", "description": null, "role_description": "text field", "value": "5 KB", "position": "495.00;7014.00", "size": "64;19", "children": []}, {"name": null, "role": "AXTextField", "description": null, "role_description": "text field", "value": "Folder", "position": "562.00;7014.00", "size": "137;19", "children": []}, {"name": null, "role": "AXTextField", "description": null, "role_description": "text field", "value": "5 KB", "position": "702.00;7014.00", "size": "60;19", "children": []}, {"name": null, "role": "AXTextField", "description": null, "role_description": "text field", "value": "drwxr-xr-x", "position": "765.00;7014.00", "size": "62;19", "children": []}, {"name": null, "role": "AXStaticText", "description": null, "role_description": "text", "value": "", "position": "830.00;7014.00", "size": "64;19", "children": []}, {"name": null, "role": "AXTextField", "description": null, "role_description": "text field", "value": "", "position": "897.00;7014.00", "size": "64;19", "children": []}, {"name": null, "role": "AXTextField", "description": null, "role_description": "text field", "value": "5 KB", "position": "964.00;7014.00", "size": "64;19", "children": []}, {"name": null, "role": "AXTextField", "description": null, "role_description": "text field", "value": "Store", "position": "1031.00;7014.00", "size": "64;19", "children": []}]}, {"name": null, "role": "AXRow", "description": null, "role_description": "outline row", "value": null, "position": "158.00;7034.00", "size": "953;21", "children": [{"name": null, "role": "AXGroup", "description": null, "role_description": "group", "value": null, "position": "168.00;7034.00", "size": "208;21", "children": [{"name": null, "role": "AXDisclosureTriangle", "description": null, "role_description": "disclosure triangle", "value": 0, "position": "209.00;7035.00", "size": "13;19", "children": []}, {"name": null, "role": "AXTextField", "description": null, "role_description": "text field", "value": "1218622", "position": "222.00;7035.00", "size": "152;19", "children": []}]}, {"name": null, "role": "AXTextField", "description": null, "role_description": "text field", "value": "2023-12-14 16:10:29", "position": "377.00;7035.00", "size": "115;19", "children": []}, {"name": null, "role": "AXTextField", "description": null, "role_description": "text field", "value": "8 KB", "position": "495.00;7035.00", "size": "64;19", "children": []}, {"name": null, "role": "AXTextField", "description": null, "role_description": "text field", "value": "Folder", "position": "562.00;7035.00", "size": "137;19", "children": []}, {"name": null, "role": "AXTextField", "description": null, "role_description": "text field", "value": "8 KB", "position": "702.00;7035.00", "size": "60;19", "children": []}, {"name": null, "role": "AXTextField", "description": null, "role_description": "text field", "value": "drwxr-xr-x", "position": "765.00;7035.00", "size": "62;19", "children": []}, {"name": null, "role": "AXStaticText", "description": null, "role_description": "text", "value": "", "position": "830.00;7035.00", "size": "64;19", "children": []}, {"name": null, "role": "AXTextField", "description": null, "role_description": "text field", "value": "", "position": "897.00;7035.00", "size": "64;19", "children": []}, {"name": null, "role": "AXTextField", "description": null, "role_description": "text field", "value": "8 KB", "position": "964.00;7035.00", "size": "64;19", "children": []}, {"name": null, "role": "AXTextField", "description": null, "role_description": "text field", "value": "Store", "position": "1031.00;7035.00", "size": "64;19", "children": []}]}, {"name": null, "role": "AXRow", "description": null, "role_description": "outline row", "value": null, "position": "158.00;7055.00", "size": "953;21", "children": [{"name": null, "role": "AXGroup", "description": null, "role_description": "group", "value": null, "position": "168.00;7055.00", "size": "208;21", "children": [{"name": null, "role": "AXDisclosureTriangle", "description": null, "role_description": "disclosure triangle", "value": 0, "position": "209.00;7056.00", "size": "13;19", "children": []}, {"name": null, "role": "AXTextField", "description": null, "role_description": "text field", "value": "1215901", "position": "222.00;7056.00", "size": "152;19", "children": []}]}, {"name": null, "role": "AXTextField", "description": null, "role_description": "text field", "value": "2023-12-14 16:10:28", "position": "377.00;7056.00", "size": "115;19", "children": []}, {"name": null, "role": "AXTextField", "description": null, "role_description": "text field", "value": "5 KB", "position": "495.00;7056.00", "size": "64;19", "children": []}, {"name": null, "role": "AXTextField", "description": null, "role_description": "text field", "value": "Folder", "position": "562.00;7056.00", "size": "137;19", "children": []}, {"name": null, "role": "AXTextField", "description": null, "role_description": "text field", "value": "5 KB", "position": "702.00;7056.00", "size": "60;19", "children": []}, {"name": null, "role": "AXTextField", "description": null, "role_description": "text field", "value": "drwxr-xr-x", "position": "765.00;7056.00", "size": "62;19", "children": []}, {"name": null, "role": "AXStaticText", "description": null, "role_description": "text", "value": "", "position": "830.00;7056.00", "size": "64;19", "children": []}, {"name": null, "role": "AXTextField", "description": null, "role_description": "text field", "value": "", "position": "897.00;7056.00", "size": "64;19", "children": []}, {"name": null, "role": "AXTextField", "description": null, "role_description": "text field", "value": "5 KB", "position": "964.00;7056.00", "size": "64;19", "children": []}, {"name": null, "role": "AXTextField", "description": null, "role_description": "text field", "value": "Store", "position": "1031.00;7056.00", "size": "64;19", "children": []}]}, {"name": null, "role": "AXRow", "description": null, "role_description": "outline row", "value": null, "position": "158.00;7076.00", "size": "953;21", "children": [{"name": null, "role": "AXGroup", "description": null, "role_description": "group", "value": null, "position": "168.00;7076.00", "size": "208;21", "children": [{"name": null, "role": "AXDisclosureTriangle", "description": null, "role_description": "disclosure triangle", "value": 0, "position": "209.00;7077.00", "size": "13;19", "children": []}, {"name": null, "role": "AXTextField", "description": null, "role_description": "text field", "value": "1212916", "position": "222.00;7077.00", "size": "152;19", "children": []}]}, {"name": null, "role": "AXTextField", "description": null, "role_description": "text field", "value": "2023-12-14 16:10:30", "position": "377.00;7077.00", "size": "115;19", "children": []}, {"name": null, "role": "AXTextField", "description": null, "role_description": "text field", "value": "17 KB", "position": "495.00;7077.00", "size": "64;19", "children": []}, {"name": null, "role": "AXTextField", "description": null, "role_description": "text field", "value": "Folder", "position": "562.00;7077.00", "size": "137;19", "children": []}, {"name": null, "role": "AXTextField", "description": null, "role_description": "text field", "value": "16 KB", "position": "702.00;7077.00", "size": "60;19", "children": []}, {"name": null, "role": "AXTextField", "description": null, "role_description": "text field", "value": "drwxr-xr-x", "position": "765.00;7077.00", "size": "62;19", "children": []}, {"name": null, "role": "AXStaticText", "description": null, "role_description": "text", "value": "", "position": "830.00;7077.00", "size": "64;19", "children": []}, {"name": null, "role": "AXTextField", "description": null, "role_description": "text field", "value": "", "position": "897.00;7077.00", "size": "64;19", "children": []}, {"name": null, "role": "AXTextField", "description": null, "role_description": "text field", "value": "17 KB", "position": "964.00;7077.00", "size": "64;19", "children": []}, {"name": null, "role": "AXTextField", "description": null, "role_description": "text field", "value": "Store", "position": "1031.00;7077.00", "size": "64;19", "children": []}]}, {"name": null, "role": "AXRow", "description": null, "role_description": "outline row", "value": null, "position": "158.00;7097.00", "size": "953;21", "children": [{"name": null, "role": "AXGroup", "description": null, "role_description": "group", "value": null, "position": "168.00;7097.00", "size": "208;21", "children": [{"name": null, "role": "AXDisclosureTriangle", "description": null, "role_description": "disclosure triangle", "value": 0, "position": "209.00;7098.00", "size": "13;19", "children": []}, {"name": null, "role": "AXTextField", "description": null, "role_description": "text field", "value": "1217458", "position": "222.00;7098.00", "size": "152;19", "children": []}]}, {"name": null, "role": "AXTextField", "description": null, "role_description": "text field", "value": "2023-12-14 16:10:29", "position": "377.00;7098.00", "size": "115;19", "children": []}, {"name": null, "role": "AXTextField", "description": null, "role_description": "text field", "value": "9 KB", "position": "495.00;7098.00", "size": "64;19", "children": []}, {"name": null, "role": "AXTextField", "description": null, "role_description": "text field", "value": "Folder", "position": "562.00;7098.00", "size": "137;19", "children": []}, {"name": null, "role": "AXTextField", "description": null, "role_description": "text field", "value": "8 KB", "position": "702.00;7098.00", "size": "60;19", "children": []}, {"name": null, "role": "AXTextField", "description": null, "role_description": "text field", "value": "drwxr-xr-x", "position": "765.00;7098.00", "size": "62;19", "children": []}, {"name": null, "role": "AXStaticText", "description": null, "role_description": "text", "value": "", "position": "830.00;7098.00", "size": "64;19", "children": []}, {"name": null, "role": "AXTextField", "description": null, "role_description": "text field", "value": "", "position": "897.00;7098.00", "size": "64;19", "children": []}, {"name": null, "role": "AXTextField", "description": null, "role_description": "text field", "value": "9 KB", "position": "964.00;7098.00", "size": "64;19", "children": []}, {"name": null, "role": "AXTextField", "description": null, "role_description": "text field", "value": "Store", "position": "1031.00;7098.00", "size": "64;19", "children": []}]}, {"name": null, "role": "AXRow", "description": null, "role_description": "outline row", "value": null, "position": "158.00;7118.00", "size": "953;21", "children": [{"name": null, "role": "AXGroup", "description": null, "role_description": "group", "value": null, "position": "168.00;7118.00", "size": "208;21", "children": [{"name": null, "role": "AXDisclosureTriangle", "description": null, "role_description": "disclosure triangle", "value": 0, "position": "209.00;7119.00", "size": "13;19", "children": []}, {"name": null, "role": "AXTextField", "description": null, "role_description": "text field", "value": "1210219", "position": "222.00;7119.00", "size": "152;19", "children": []}]}, {"name": null, "role": "AXTextField", "description": null, "role_description": "text field", "value": "2023-12-14 16:10:28", "position": "377.00;7119.00", "size": "115;19", "children": []}, {"name": null, "role": "AXTextField", "description": null, "role_description": "text field", "value": "32 KB", "position": "495.00;7119.00", "size": "64;19", "children": []}, {"name": null, "role": "AXTextField", "description": null, "role_description": "text field", "value": "Folder", "position": "562.00;7119.00", "size": "137;19", "children": []}, {"name": null, "role": "AXTextField", "description": null, "role_description": "text field", "value": "32 KB", "position": "702.00;7119.00", "size": "60;19", "children": []}, {"name": null, "role": "AXTextField", "description": null, "role_description": "text field", "value": "drwxr-xr-x", "position": "765.00;7119.00", "size": "62;19", "children": []}, {"name": null, "role": "AXStaticText", "description": null, "role_description": "text", "value": "", "position": "830.00;7119.00", "size": "64;19", "children": []}, {"name": null, "role": "AXTextField", "description": null, "role_description": "text field", "value": "", "position": "897.00;7119.00", "size": "64;19", "children": []}, {"name": null, "role": "AXTextField", "description": null, "role_description": "text field", "value": "32 KB", "position": "964.00;7119.00", "size": "64;19", "children": []}, {"name": null, "role": "AXTextField", "description": null, "role_description": "text field", "value": "Store", "position": "1031.00;7119.00", "size": "64;19", "children": []}]}, {"name": null, "role": "AXRow", "description": null, "role_description": "outline row", "value": null, "position": "158.00;7139.00", "size": "953;21", "children": [{"name": null, "role": "AXGroup", "description": null, "role_description": "group", "value": null, "position": "168.00;7139.00", "size": "208;21", "children": [{"name": null, "role": "AXDisclosureTriangle", "description": null, "role_description": "disclosure triangle", "value": 0, "position": "209.00;7140.00", "size": "13;19", "children": []}, {"name": null, "role": "AXTextField", "description": null, "role_description": "text field", "value": "1218074", "position": "222.00;7140.00", "size": "152;19", "children": []}]}, {"name": null, "role": "AXTextField", "description": null, "role_description": "text field", "value": "2023-12-14 16:10:31", "position": "377.00;7140.00", "size": "115;19", "children": []}, {"name": null, "role": "AXTextField", "description": null, "role_description": "text field", "value": "6 KB", "position": "495.00;7140.00", "size": "64;19", "children": []}, {"name": null, "role": "AXTextField", "description": null, "role_description": "text field", "value": "Folder", "position": "562.00;7140.00", "size": "137;19", "children": []}, {"name": null, "role": "AXTextField", "description": null, "role_description": "text field", "value": "6 KB", "position": "702.00;7140.00", "size": "60;19", "children": []}, {"name": null, "role": "AXTextField", "description": null, "role_description": "text field", "value": "drwxr-xr-x", "position": "765.00;7140.00", "size": "62;19", "children": []}, {"name": null, "role": "AXStaticText", "description": null, "role_description": "text", "value": "", "position": "830.00;7140.00", "size": "64;19", "children": []}, {"name": null, "role": "AXTextField", "description": null, "role_description": "text field", "value": "", "position": "897.00;7140.00", "size": "64;19", "children": []}, {"name": null, "role": "AXTextField", "description": null, "role_description": "text field", "value": "6 KB", "position": "964.00;7140.00", "size": "64;19", "children": []}, {"name": null, "role": "AXTextField", "description": null, "role_description": "text field", "value": "Store", "position": "1031.00;7140.00", "size": "64;19", "children": []}]}, {"name": null, "role": "AXRow", "description": null, "role_description": "outline row", "value": null, "position": "158.00;7160.00", "size": "953;21", "children": [{"name": null, "role": "AXGroup", "description": null, "role_description": "group", "value": null, "position": "168.00;7160.00", "size": "208;21", "children": [{"name": null, "role": "AXDisclosureTriangle", "description": null, "role_description": "disclosure triangle", "value": 0, "position": "209.00;7161.00", "size": "13;19", "children": []}, {"name": null, "role": "AXTextField", "description": null, "role_description": "text field", "value": "1217800", "position": "222.00;7161.00", "size": "152;19", "children": []}]}, {"name": null, "role": "AXTextField", "description": null, "role_description": "text field", "value": "2023-12-14 16:10:30", "position": "377.00;7161.00", "size": "115;19", "children": []}, {"name": null, "role": "AXTextField", "description": null, "role_description": "text field", "value": "14 KB", "position": "495.00;7161.00", "size": "64;19", "children": []}, {"name": null, "role": "AXTextField", "description": null, "role_description": "text field", "value": "Folder", "position": "562.00;7161.00", "size": "137;19", "children": []}, {"name": null, "role": "AXTextField", "description": null, "role_description": "text field", "value": "14 KB", "position": "702.00;7161.00", "size": "60;19", "children": []}, {"name": null, "role": "AXTextField", "description": null, "role_description": "text field", "value": "drwxr-xr-x", "position": "765.00;7161.00", "size": "62;19", "children": []}, {"name": null, "role": "AXStaticText", "description": null, "role_description": "text", "value": "", "position": "830.00;7161.00", "size": "64;19", "children": []}, {"name": null, "role": "AXTextField", "description": null, "role_description": "text field", "value": "", "position": "897.00;7161.00", "size": "64;19", "children": []}, {"name": null, "role": "AXTextField", "description": null, "role_description": "text field", "value": "14 KB", "position": "964.00;7161.00", "size": "64;19", "children": []}, {"name": null, "role": "AXTextField", "description": null, "role_description": "text field", "value": "Store", "position": "1031.00;7161.00", "size": "64;19", "children": []}]}, {"name": null, "role": "AXRow", "description": null, "role_description": "outline row", "value": null, "position": "158.00;7181.00", "size": "953;21", "children": [{"name": null, "role": "AXGroup", "description": null, "role_description": "group", "value": null, "position": "168.00;7181.00", "size": "208;21", "children": [{"name": null, "role": "AXDisclosureTriangle", "description": null, "role_description": "disclosure triangle", "value": 0, "position": "209.00;7182.00", "size": "13;19", "children": []}, {"name": null, "role": "AXTextField", "description": null, "role_description": "text field", "value": "1219394", "position": "222.00;7182.00", "size": "152;19", "children": []}]}, {"name": null, "role": "AXTextField", "description": null, "role_description": "text field", "value": "2023-12-14 16:10:27", "position": "377.00;7182.00", "size": "115;19", "children": []}, {"name": null, "role": "AXTextField", "description": null, "role_description": "text field", "value": "32 KB", "position": "495.00;7182.00", "size": "64;19", "children": []}, {"name": null, "role": "AXTextField", "description": null, "role_description": "text field", "value": "Folder", "position": "562.00;7182.00", "size": "137;19", "children": []}, {"name": null, "role": "AXTextField", "description": null, "role_description": "text field", "value": "31 KB", "position": "702.00;7182.00", "size": "60;19", "children": []}, {"name": null, "role": "AXTextField", "description": null, "role_description": "text field", "value": "drwxr-xr-x", "position": "765.00;7182.00", "size": "62;19", "children": []}, {"name": null, "role": "AXStaticText", "description": null, "role_description": "text", "value": "", "position": "830.00;7182.00", "size": "64;19", "children": []}, {"name": null, "role": "AXTextField", "description": null, "role_description": "text field", "value": "", "position": "897.00;7182.00", "size": "64;19", "children": []}, {"name": null, "role": "AXTextField", "description": null, "role_description": "text field", "value": "32 KB", "position": "964.00;7182.00", "size": "64;19", "children": []}, {"name": null, "role": "AXTextField", "description": null, "role_description": "text field", "value": "Store", "position": "1031.00;7182.00", "size": "64;19", "children": []}]}, {"name": null, "role": "AXRow", "description": null, "role_description": "outline row", "value": null, "position": "158.00;7202.00", "size": "953;21", "children": [{"name": null, "role": "AXGroup", "description": null, "role_description": "group", "value": null, "position": "168.00;7202.00", "size": "208;21", "children": [{"name": null, "role": "AXDisclosureTriangle", "description": null, "role_description": "disclosure triangle", "value": 0, "position": "209.00;7203.00", "size": "13;19", "children": []}, {"name": null, "role": "AXTextField", "description": null, "role_description": "text field", "value": "1210817", "position": "222.00;7203.00", "size": "152;19", "children": []}]}, {"name": null, "role": "AXTextField", "description": null, "role_description": "text field", "value": "2023-12-14 16:10:30", "position": "377.00;7203.00", "size": "115;19", "children": []}, {"name": null, "role": "AXTextField", "description": null, "role_description": "text field", "value": "28 KB", "position": "495.00;7203.00", "size": "64;19", "children": []}, {"name": null, "role": "AXTextField", "description": null, "role_description": "text field", "value": "Folder", "position": "562.00;7203.00", "size": "137;19", "children": []}, {"name": null, "role": "AXTextField", "description": null, "role_description": "text field", "value": "27 KB", "position": "702.00;7203.00", "size": "60;19", "children": []}, {"name": null, "role": "AXTextField", "description": null, "role_description": "text field", "value": "drwxr-xr-x", "position": "765.00;7203.00", "size": "62;19", "children": []}, {"name": null, "role": "AXStaticText", "description": null, "role_description": "text", "value": "", "position": "830.00;7203.00", "size": "64;19", "children": []}, {"name": null, "role": "AXTextField", "description": null, "role_description": "text field", "value": "", "position": "897.00;7203.00", "size": "64;19", "children": []}, {"name": null, "role": "AXTextField", "description": null, "role_description": "text field", "value": "28 KB", "position": "964.00;7203.00", "size": "64;19", "children": []}, {"name": null, "role": "AXTextField", "description": null, "role_description": "text field", "value": "Store", "position": "1031.00;7203.00", "size": "64;19", "children": []}]}, {"name": null, "role": "AXRow", "description": null, "role_description": "outline row", "value": null, "position": "158.00;7223.00", "size": "953;21", "children": [{"name": null, "role": "AXGroup", "description": null, "role_description": "group", "value": null, "position": "168.00;7223.00", "size": "208;21", "children": [{"name": null, "role": "AXDisclosureTriangle", "description": null, "role_description": "disclosure triangle", "value": 0, "position": "209.00;7224.00", "size": "13;19", "children": []}, {"name": null, "role": "AXTextField", "description": null, "role_description": "text field", "value": "1218080", "position": "222.00;7224.00", "size": "152;19", "children": []}]}, {"name": null, "role": "AXTextField", "description": null, "role_description": "text field", "value": "2023-12-14 16:10:26", "position": "377.00;7224.00", "size": "115;19", "children": []}, {"name": null, "role": "AXTextField", "description": null, "role_description": "text field", "value": "5 KB", "position": "495.00;7224.00", "size": "64;19", "children": []}, {"name": null, "role": "AXTextField", "description": null, "role_description": "text field", "value": "Folder", "position": "562.00;7224.00", "size": "137;19", "children": []}, {"name": null, "role": "AXTextField", "description": null, "role_description": "text field", "value": "5 KB", "position": "702.00;7224.00", "size": "60;19", "children": []}, {"name": null, "role": "AXTextField", "description": null, "role_description": "text field", "value": "drwxr-xr-x", "position": "765.00;7224.00", "size": "62;19", "children": []}, {"name": null, "role": "AXStaticText", "description": null, "role_description": "text", "value": "", "position": "830.00;7224.00", "size": "64;19", "children": []}, {"name": null, "role": "AXTextField", "description": null, "role_description": "text field", "value": "", "position": "897.00;7224.00", "size": "64;19", "children": []}, {"name": null, "role": "AXTextField", "description": null, "role_description": "text field", "value": "5 KB", "position": "964.00;7224.00", "size": "64;19", "children": []}, {"name": null, "role": "AXTextField", "description": null, "role_description": "text field", "value": "Store", "position": "1031.00;7224.00", "size": "64;19", "children": []}]}, {"name": null, "role": "AXRow", "description": null, "role_description": "outline row", "value": null, "position": "158.00;7244.00", "size": "953;21", "children": [{"name": null, "role": "AXGroup", "description": null, "role_description": "group", "value": null, "position": "168.00;7244.00", "size": "208;21", "children": [{"name": null, "role": "AXDisclosureTriangle", "description": null, "role_description": "disclosure triangle", "value": 0, "position": "209.00;7245.00", "size": "13;19", "children": []}, {"name": null, "role": "AXTextField", "description": null, "role_description": "text field", "value": "1213468", "position": "222.00;7245.00", "size": "152;19", "children": []}]}, {"name": null, "role": "AXTextField", "description": null, "role_description": "text field", "value": "2023-12-14 16:10:28", "position": "377.00;7245.00", "size": "115;19", "children": []}, {"name": null, "role": "AXTextField", "description": null, "role_description": "text field", "value": "5 KB", "position": "495.00;7245.00", "size": "64;19", "children": []}, {"name": null, "role": "AXTextField", "description": null, "role_description": "text field", "value": "Folder", "position": "562.00;7245.00", "size": "137;19", "children": []}, {"name": null, "role": "AXTextField", "description": null, "role_description": "text field", "value": "5 KB", "position": "702.00;7245.00", "size": "60;19", "children": []}, {"name": null, "role": "AXTextField", "description": null, "role_description": "text field", "value": "drwxr-xr-x", "position": "765.00;7245.00", "size": "62;19", "children": []}, {"name": null, "role": "AXStaticText", "description": null, "role_description": "text", "value": "", "position": "830.00;7245.00", "size": "64;19", "children": []}, {"name": null, "role": "AXTextField", "description": null, "role_description": "text field", "value": "", "position": "897.00;7245.00", "size": "64;19", "children": []}, {"name": null, "role": "AXTextField", "description": null, "role_description": "text field", "value": "5 KB", "position": "964.00;7245.00", "size": "64;19", "children": []}, {"name": null, "role": "AXTextField", "description": null, "role_description": "text field", "value": "Store", "position": "1031.00;7245.00", "size": "64;19", "children": []}]}, {"name": null, "role": "AXRow", "description": null, "role_description": "outline row", "value": null, "position": "158.00;7265.00", "size": "953;21", "children": [{"name": null, "role": "AXGroup", "description": null, "role_description": "group", "value": null, "position": "168.00;7265.00", "size": "208;21", "children": [{"name": null, "role": "AXDisclosureTriangle", "description": null, "role_description": "disclosure triangle", "value": 0, "position": "209.00;7266.00", "size": "13;19", "children": []}, {"name": null, "role": "AXTextField", "description": null, "role_description": "text field", "value": "1216926", "position": "222.00;7266.00", "size": "152;19", "children": []}]}, {"name": null, "role": "AXTextField", "description": null, "role_description": "text field", "value": "2023-12-14 16:10:27", "position": "377.00;7266.00", "size": "115;19", "children": []}, {"name": null, "role": "AXTextField", "description": null, "role_description": "text field", "value": "6 KB", "position": "495.00;7266.00", "size": "64;19", "children": []}, {"name": null, "role": "AXTextField", "description": null, "role_description": "text field", "value": "Folder", "position": "562.00;7266.00", "size": "137;19", "children": []}, {"name": null, "role": "AXTextField", "description": null, "role_description": "text field", "value": "6 KB", "position": "702.00;7266.00", "size": "60;19", "children": []}, {"name": null, "role": "AXTextField", "description": null, "role_description": "text field", "value": "drwxr-xr-x", "position": "765.00;7266.00", "size": "62;19", "children": []}, {"name": null, "role": "AXStaticText", "description": null, "role_description": "text", "value": "", "position": "830.00;7266.00", "size": "64;19", "children": []}, {"name": null, "role": "AXTextField", "description": null, "role_description": "text field", "value": "", "position": "897.00;7266.00", "size": "64;19", "children": []}, {"name": null, "role": "AXTextField", "description": null, "role_description": "text field", "value": "6 KB", "position": "964.00;7266.00", "size": "64;19", "children": []}, {"name": null, "role": "AXTextField", "description": null, "role_description": "text field", "value": "Store", "position": "1031.00;7266.00", "size": "64;19", "children": []}]}, {"name": null, "role": "AXRow", "description": null, "role_description": "outline row", "value": null, "position": "158.00;7286.00", "size": "953;21", "children": [{"name": null, "role": "AXGroup", "description": null, "role_description": "group", "value": null, "position": "168.00;7286.00", "size": "208;21", "children": [{"name": null, "role": "AXDisclosureTriangle", "description": null, "role_description": "disclosure triangle", "value": 0, "position": "209.00;7287.00", "size": "13;19", "children": []}, {"name": null, "role": "AXTextField", "description": null, "role_description": "text field", "value": "1219360", "position": "222.00;7287.00", "size": "152;19", "children": []}]}, {"name": null, "role": "AXTextField", "description": null, "role_description": "text field", "value": "2023-12-14 16:10:31", "position": "377.00;7287.00", "size": "115;19", "children": []}, {"name": null, "role": "AXTextField", "description": null, "role_description": "text field", "value": "6 KB", "position": "495.00;7287.00", "size": "64;19", "children": []}, {"name": null, "role": "AXTextField", "description": null, "role_description": "text field", "value": "Folder", "position": "562.00;7287.00", "size": "137;19", "children": []}, {"name": null, "role": "AXTextField", "description": null, "role_description": "text field", "value": "5 KB", "position": "702.00;7287.00", "size": "60;19", "children": []}, {"name": null, "role": "AXTextField", "description": null, "role_description": "text field", "value": "drwxr-xr-x", "position": "765.00;7287.00", "size": "62;19", "children": []}, {"name": null, "role": "AXStaticText", "description": null, "role_description": "text", "value": "", "position": "830.00;7287.00", "size": "64;19", "children": []}, {"name": null, "role": "AXTextField", "description": null, "role_description": "text field", "value": "", "position": "897.00;7287.00", "size": "64;19", "children": []}, {"name": null, "role": "AXTextField", "description": null, "role_description": "text field", "value": "6 KB", "position": "964.00;7287.00", "size": "64;19", "children": []}, {"name": null, "role": "AXTextField", "description": null, "role_description": "text field", "value": "Store", "position": "1031.00;7287.00", "size": "64;19", "children": []}]}, {"name": null, "role": "AXRow", "description": null, "role_description": "outline row", "value": null, "position": "158.00;7307.00", "size": "953;21", "children": [{"name": null, "role": "AXGroup", "description": null, "role_description": "group", "value": null, "position": "168.00;7307.00", "size": "208;21", "children": [{"name": null, "role": "AXDisclosureTriangle", "description": null, "role_description": "disclosure triangle", "value": 0, "position": "209.00;7308.00", "size": "13;19", "children": []}, {"name": null, "role": "AXTextField", "description": null, "role_description": "text field", "value": "1212788", "position": "222.00;7308.00", "size": "152;19", "children": []}]}, {"name": null, "role": "AXTextField", "description": null, "role_description": "text field", "value": "2023-12-14 16:10:26", "position": "377.00;7308.00", "size": "115;19", "children": []}, {"name": null, "role": "AXTextField", "description": null, "role_description": "text field", "value": "7 KB", "position": "495.00;7308.00", "size": "64;19", "children": []}, {"name": null, "role": "AXTextField", "description": null, "role_description": "text field", "value": "Folder", "position": "562.00;7308.00", "size": "137;19", "children": []}, {"name": null, "role": "AXTextField", "description": null, "role_description": "text field", "value": "6 KB", "position": "702.00;7308.00", "size": "60;19", "children": []}, {"name": null, "role": "AXTextField", "description": null, "role_description": "text field", "value": "drwxr-xr-x", "position": "765.00;7308.00", "size": "62;19", "children": []}, {"name": null, "role": "AXStaticText", "description": null, "role_description": "text", "value": "", "position": "830.00;7308.00", "size": "64;19", "children": []}, {"name": null, "role": "AXTextField", "description": null, "role_description": "text field", "value": "", "position": "897.00;7308.00", "size": "64;19", "children": []}, {"name": null, "role": "AXTextField", "description": null, "role_description": "text field", "value": "7 KB", "position": "964.00;7308.00", "size": "64;19", "children": []}, {"name": null, "role": "AXTextField", "description": null, "role_description": "text field", "value": "Store", "position": "1031.00;7308.00", "size": "64;19", "children": []}]}, {"name": null, "role": "AXRow", "description": null, "role_description": "outline row", "value": null, "position": "158.00;7328.00", "size": "953;21", "children": [{"name": null, "role": "AXGroup", "description": null, "role_description": "group", "value": null, "position": "168.00;7328.00", "size": "208;21", "children": [{"name": null, "role": "AXDisclosureTriangle", "description": null, "role_description": "disclosure triangle", "value": 0, "position": "209.00;7329.00", "size": "13;19", "children": []}, {"name": null, "role": "AXTextField", "description": null, "role_description": "text field", "value": "1216328", "position": "222.00;7329.00", "size": "152;19", "children": []}]}, {"name": null, "role": "AXTextField", "description": null, "role_description": "text field", "value": "2023-12-14 16:10:30", "position": "377.00;7329.00", "size": "115;19", "children": []}, {"name": null, "role": "AXTextField", "description": null, "role_description": "text field", "value": "7 KB", "position": "495.00;7329.00", "size": "64;19", "children": []}, {"name": null, "role": "AXTextField", "description": null, "role_description": "text field", "value": "Folder", "position": "562.00;7329.00", "size": "137;19", "children": []}, {"name": null, "role": "AXTextField", "description": null, "role_description": "text field", "value": "7 KB", "position": "702.00;7329.00", "size": "60;19", "children": []}, {"name": null, "role": "AXTextField", "description": null, "role_description": "text field", "value": "drwxr-xr-x", "position": "765.00;7329.00", "size": "62;19", "children": []}, {"name": null, "role": "AXStaticText", "description": null, "role_description": "text", "value": "", "position": "830.00;7329.00", "size": "64;19", "children": []}, {"name": null, "role": "AXTextField", "description": null, "role_description": "text field", "value": "", "position": "897.00;7329.00", "size": "64;19", "children": []}, {"name": null, "role": "AXTextField", "description": null, "role_description": "text field", "value": "7 KB", "position": "964.00;7329.00", "size": "64;19", "children": []}, {"name": null, "role": "AXTextField", "description": null, "role_description": "text field", "value": "Store", "position": "1031.00;7329.00", "size": "64;19", "children": []}]}, {"name": null, "role": "AXRow", "description": null, "role_description": "outline row", "value": null, "position": "158.00;7349.00", "size": "953;21", "children": [{"name": null, "role": "AXGroup", "description": null, "role_description": "group", "value": null, "position": "168.00;7349.00", "size": "208;21", "children": [{"name": null, "role": "AXDisclosureTriangle", "description": null, "role_description": "disclosure triangle", "value": 0, "position": "209.00;7350.00", "size": "13;19", "children": []}, {"name": null, "role": "AXTextField", "description": null, "role_description": "text field", "value": "1211569", "position": "222.00;7350.00", "size": "152;19", "children": []}]}, {"name": null, "role": "AXTextField", "description": null, "role_description": "text field", "value": "2023-12-14 16:10:30", "position": "377.00;7350.00", "size": "115;19", "children": []}, {"name": null, "role": "AXTextField", "description": null, "role_description": "text field", "value": "3 KB", "position": "495.00;7350.00", "size": "64;19", "children": []}, {"name": null, "role": "AXTextField", "description": null, "role_description": "text field", "value": "Folder", "position": "562.00;7350.00", "size": "137;19", "children": []}, {"name": null, "role": "AXTextField", "description": null, "role_description": "text field", "value": "3 KB", "position": "702.00;7350.00", "size": "60;19", "children": []}, {"name": null, "role": "AXTextField", "description": null, "role_description": "text field", "value": "drwxr-xr-x", "position": "765.00;7350.00", "size": "62;19", "children": []}, {"name": null, "role": "AXStaticText", "description": null, "role_description": "text", "value": "", "position": "830.00;7350.00", "size": "64;19", "children": []}, {"name": null, "role": "AXTextField", "description": null, "role_description": "text field", "value": "", "position": "897.00;7350.00", "size": "64;19", "children": []}, {"name": null, "role": "AXTextField", "description": null, "role_description": "text field", "value": "3 KB", "position": "964.00;7350.00", "size": "64;19", "children": []}, {"name": null, "role": "AXTextField", "description": null, "role_description": "text field", "value": "Store", "position": "1031.00;7350.00", "size": "64;19", "children": []}]}, {"name": null, "role": "AXRow", "description": null, "role_description": "outline row", "value": null, "position": "158.00;7370.00", "size": "953;21", "children": [{"name": null, "role": "AXGroup", "description": null, "role_description": "group", "value": null, "position": "168.00;7370.00", "size": "208;21", "children": [{"name": null, "role": "AXDisclosureTriangle", "description": null, "role_description": "disclosure triangle", "value": 0, "position": "209.00;7371.00", "size": "13;19", "children": []}, {"name": null, "role": "AXTextField", "description": null, "role_description": "text field", "value": "1214229", "position": "222.00;7371.00", "size": "152;19", "children": []}]}, {"name": null, "role": "AXTextField", "description": null, "role_description": "text field", "value": "2023-12-14 16:10:30", "position": "377.00;7371.00", "size": "115;19", "children": []}, {"name": null, "role": "AXTextField", "description": null, "role_description": "text field", "value": "9 KB", "position": "495.00;7371.00", "size": "64;19", "children": []}, {"name": null, "role": "AXTextField", "description": null, "role_description": "text field", "value": "Folder", "position": "562.00;7371.00", "size": "137;19", "children": []}, {"name": null, "role": "AXTextField", "description": null, "role_description": "text field", "value": "8 KB", "position": "702.00;7371.00", "size": "60;19", "children": []}, {"name": null, "role": "AXTextField", "description": null, "role_description": "text field", "value": "drwxr-xr-x", "position": "765.00;7371.00", "size": "62;19", "children": []}, {"name": null, "role": "AXStaticText", "description": null, "role_description": "text", "value": "", "position": "830.00;7371.00", "size": "64;19", "children": []}, {"name": null, "role": "AXTextField", "description": null, "role_description": "text field", "value": "", "position": "897.00;7371.00", "size": "64;19", "children": []}, {"name": null, "role": "AXTextField", "description": null, "role_description": "text field", "value": "9 KB", "position": "964.00;7371.00", "size": "64;19", "children": []}, {"name": null, "role": "AXTextField", "description": null, "role_description": "text field", "value": "Store", "position": "1031.00;7371.00", "size": "64;19", "children": []}]}, {"name": null, "role": "AXRow", "description": null, "role_description": "outline row", "value": null, "position": "158.00;7391.00", "size": "953;21", "children": [{"name": null, "role": "AXGroup", "description": null, "role_description": "group", "value": null, "position": "168.00;7391.00", "size": "208;21", "children": [{"name": null, "role": "AXDisclosureTriangle", "description": null, "role_description": "disclosure triangle", "value": 0, "position": "209.00;7392.00", "size": "13;19", "children": []}, {"name": null, "role": "AXTextField", "description": null, "role_description": "text field", "value": "1210689", "position": "222.00;7392.00", "size": "152;19", "children": []}]}, {"name": null, "role": "AXTextField", "description": null, "role_description": "text field", "value": "2023-12-14 16:10:31", "position": "377.00;7392.00", "size": "115;19", "children": []}, {"name": null, "role": "AXTextField", "description": null, "role_description": "text field", "value": "5 KB", "position": "495.00;7392.00", "size": "64;19", "children": []}, {"name": null, "role": "AXTextField", "description": null, "role_description": "text field", "value": "Folder", "position": "562.00;7392.00", "size": "137;19", "children": []}, {"name": null, "role": "AXTextField", "description": null, "role_description": "text field", "value": "5 KB", "position": "702.00;7392.00", "size": "60;19", "children": []}, {"name": null, "role": "AXTextField", "description": null, "role_description": "text field", "value": "drwxr-xr-x", "position": "765.00;7392.00", "size": "62;19", "children": []}, {"name": null, "role": "AXStaticText", "description": null, "role_description": "text", "value": "", "position": "830.00;7392.00", "size": "64;19", "children": []}, {"name": null, "role": "AXTextField", "description": null, "role_description": "text field", "value": "", "position": "897.00;7392.00", "size": "64;19", "children": []}, {"name": null, "role": "AXTextField", "description": null, "role_description": "text field", "value": "5 KB", "position": "964.00;7392.00", "size": "64;19", "children": []}, {"name": null, "role": "AXTextField", "description": null, "role_description": "text field", "value": "Store", "position": "1031.00;7392.00", "size": "64;19", "children": []}]}, {"name": null, "role": "AXRow", "description": null, "role_description": "outline row", "value": null, "position": "158.00;7412.00", "size": "953;21", "children": [{"name": null, "role": "AXGroup", "description": null, "role_description": "group", "value": null, "position": "168.00;7412.00", "size": "208;21", "children": [{"name": null, "role": "AXDisclosureTriangle", "description": null, "role_description": "disclosure triangle", "value": 0, "position": "209.00;7413.00", "size": "13;19", "children": []}, {"name": null, "role": "AXTextField", "description": null, "role_description": "text field", "value": "1219536", "position": "222.00;7413.00", "size": "152;19", "children": []}]}, {"name": null, "role": "AXTextField", "description": null, "role_description": "text field", "value": "2023-12-14 16:10:26", "position": "377.00;7413.00", "size": "115;19", "children": []}, {"name": null, "role": "AXTextField", "description": null, "role_description": "text field", "value": "5 KB", "position": "495.00;7413.00", "size": "64;19", "children": []}, {"name": null, "role": "AXTextField", "description": null, "role_description": "text field", "value": "Folder", "position": "562.00;7413.00", "size": "137;19", "children": []}, {"name": null, "role": "AXTextField", "description": null, "role_description": "text field", "value": "5 KB", "position": "702.00;7413.00", "size": "60;19", "children": []}, {"name": null, "role": "AXTextField", "description": null, "role_description": "text field", "value": "drwxr-xr-x", "position": "765.00;7413.00", "size": "62;19", "children": []}, {"name": null, "role": "AXStaticText", "description": null, "role_description": "text", "value": "", "position": "830.00;7413.00", "size": "64;19", "children": []}, {"name": null, "role": "AXTextField", "description": null, "role_description": "text field", "value": "", "position": "897.00;7413.00", "size": "64;19", "children": []}, {"name": null, "role": "AXTextField", "description": null, "role_description": "text field", "value": "5 KB", "position": "964.00;7413.00", "size": "64;19", "children": []}, {"name": null, "role": "AXTextField", "description": null, "role_description": "text field", "value": "Store", "position": "1031.00;7413.00", "size": "64;19", "children": []}]}, {"name": null, "role": "AXRow", "description": null, "role_description": "outline row", "value": null, "position": "158.00;7433.00", "size": "953;21", "children": [{"name": null, "role": "AXGroup", "description": null, "role_description": "group", "value": null, "position": "168.00;7433.00", "size": "208;21", "children": [{"name": null, "role": "AXDisclosureTriangle", "description": null, "role_description": "disclosure triangle", "value": 0, "position": "209.00;7434.00", "size": "13;19", "children": []}, {"name": null, "role": "AXTextField", "description": null, "role_description": "text field", "value": "1215566", "position": "222.00;7434.00", "size": "152;19", "children": []}]}, {"name": null, "role": "AXTextField", "description": null, "role_description": "text field", "value": "2023-12-14 16:10:29", "position": "377.00;7434.00", "size": "115;19", "children": []}, {"name": null, "role": "AXTextField", "description": null, "role_description": "text field", "value": "7 KB", "position": "495.00;7434.00", "size": "64;19", "children": []}, {"name": null, "role": "AXTextField", "description": null, "role_description": "text field", "value": "Folder", "position": "562.00;7434.00", "size": "137;19", "children": []}, {"name": null, "role": "AXTextField", "description": null, "role_description": "text field", "value": "6 KB", "position": "702.00;7434.00", "size": "60;19", "children": []}, {"name": null, "role": "AXTextField", "description": null, "role_description": "text field", "value": "drwxr-xr-x", "position": "765.00;7434.00", "size": "62;19", "children": []}, {"name": null, "role": "AXStaticText", "description": null, "role_description": "text", "value": "", "position": "830.00;7434.00", "size": "64;19", "children": []}, {"name": null, "role": "AXTextField", "description": null, "role_description": "text field", "value": "", "position": "897.00;7434.00", "size": "64;19", "children": []}, {"name": null, "role": "AXTextField", "description": null, "role_description": "text field", "value": "7 KB", "position": "964.00;7434.00", "size": "64;19", "children": []}, {"name": null, "role": "AXTextField", "description": null, "role_description": "text field", "value": "Store", "position": "1031.00;7434.00", "size": "64;19", "children": []}]}, {"name": null, "role": "AXRow", "description": null, "role_description": "outline row", "value": null, "position": "158.00;7454.00", "size": "953;21", "children": [{"name": null, "role": "AXGroup", "description": null, "role_description": "group", "value": null, "position": "168.00;7454.00", "size": "208;21", "children": [{"name": null, "role": "AXDisclosureTriangle", "description": null, "role_description": "disclosure triangle", "value": 0, "position": "209.00;7455.00", "size": "13;19", "children": []}, {"name": null, "role": "AXTextField", "description": null, "role_description": "text field", "value": "1210014", "position": "222.00;7455.00", "size": "152;19", "children": []}]}, {"name": null, "role": "AXTextField", "description": null, "role_description": "text field", "value": "2023-12-14 16:10:32", "position": "377.00;7455.00", "size": "115;19", "children": []}, {"name": null, "role": "AXTextField", "description": null, "role_description": "text field", "value": "5 KB", "position": "495.00;7455.00", "size": "64;19", "children": []}, {"name": null, "role": "AXTextField", "description": null, "role_description": "text field", "value": "Folder", "position": "562.00;7455.00", "size": "137;19", "children": []}, {"name": null, "role": "AXTextField", "description": null, "role_description": "text field", "value": "5 KB", "position": "702.00;7455.00", "size": "60;19", "children": []}, {"name": null, "role": "AXTextField", "description": null, "role_description": "text field", "value": "drwxr-xr-x", "position": "765.00;7455.00", "size": "62;19", "children": []}, {"name": null, "role": "AXStaticText", "description": null, "role_description": "text", "value": "", "position": "830.00;7455.00", "size": "64;19", "children": []}, {"name": null, "role": "AXTextField", "description": null, "role_description": "text field", "value": "", "position": "897.00;7455.00", "size": "64;19", "children": []}, {"name": null, "role": "AXTextField", "description": null, "role_description": "text field", "value": "5 KB", "position": "964.00;7455.00", "size": "64;19", "children": []}, {"name": null, "role": "AXTextField", "description": null, "role_description": "text field", "value": "Store", "position": "1031.00;7455.00", "size": "64;19", "children": []}]}, {"name": null, "role": "AXRow", "description": null, "role_description": "outline row", "value": null, "position": "158.00;7475.00", "size": "953;21", "children": [{"name": null, "role": "AXGroup", "description": null, "role_description": "group", "value": null, "position": "168.00;7475.00", "size": "208;21", "children": [{"name": null, "role": "AXDisclosureTriangle", "description": null, "role_description": "disclosure triangle", "value": 0, "position": "209.00;7476.00", "size": "13;19", "children": []}, {"name": null, "role": "AXTextField", "description": null, "role_description": "text field", "value": "1218279", "position": "222.00;7476.00", "size": "152;19", "children": []}]}, {"name": null, "role": "AXTextField", "description": null, "role_description": "text field", "value": "2023-12-14 16:10:31", "position": "377.00;7476.00", "size": "115;19", "children": []}, {"name": null, "role": "AXTextField", "description": null, "role_description": "text field", "value": "2 KB", "position": "495.00;7476.00", "size": "64;19", "children": []}, {"name": null, "role": "AXTextField", "description": null, "role_description": "text field", "value": "Folder", "position": "562.00;7476.00", "size": "137;19", "children": []}, {"name": null, "role": "AXTextField", "description": null, "role_description": "text field", "value": "2 KB", "position": "702.00;7476.00", "size": "60;19", "children": []}, {"name": null, "role": "AXTextField", "description": null, "role_description": "text field", "value": "drwxr-xr-x", "position": "765.00;7476.00", "size": "62;19", "children": []}, {"name": null, "role": "AXStaticText", "description": null, "role_description": "text", "value": "", "position": "830.00;7476.00", "size": "64;19", "children": []}, {"name": null, "role": "AXTextField", "description": null, "role_description": "text field", "value": "", "position": "897.00;7476.00", "size": "64;19", "children": []}, {"name": null, "role": "AXTextField", "description": null, "role_description": "text field", "value": "2 KB", "position": "964.00;7476.00", "size": "64;19", "children": []}, {"name": null, "role": "AXTextField", "description": null, "role_description": "text field", "value": "Store", "position": "1031.00;7476.00", "size": "64;19", "children": []}]}, {"name": null, "role": "AXRow", "description": null, "role_description": "outline row", "value": null, "position": "158.00;7496.00", "size": "953;21", "children": [{"name": null, "role": "AXGroup", "description": null, "role_description": "group", "value": null, "position": "168.00;7496.00", "size": "208;21", "children": [{"name": null, "role": "AXDisclosureTriangle", "description": null, "role_description": "disclosure triangle", "value": 0, "position": "209.00;7497.00", "size": "13;19", "children": []}, {"name": null, "role": "AXTextField", "description": null, "role_description": "text field", "value": "1213691", "position": "222.00;7497.00", "size": "152;19", "children": []}]}, {"name": null, "role": "AXTextField", "description": null, "role_description": "text field", "value": "2023-12-14 16:10:29", "position": "377.00;7497.00", "size": "115;19", "children": []}, {"name": null, "role": "AXTextField", "description": null, "role_description": "text field", "value": "3 KB", "position": "495.00;7497.00", "size": "64;19", "children": []}, {"name": null, "role": "AXTextField", "description": null, "role_description": "text field", "value": "Folder", "position": "562.00;7497.00", "size": "137;19", "children": []}, {"name": null, "role": "AXTextField", "description": null, "role_description": "text field", "value": "3 KB", "position": "702.00;7497.00", "size": "60;19", "children": []}, {"name": null, "role": "AXTextField", "description": null, "role_description": "text field", "value": "drwxr-xr-x", "position": "765.00;7497.00", "size": "62;19", "children": []}, {"name": null, "role": "AXStaticText", "description": null, "role_description": "text", "value": "", "position": "830.00;7497.00", "size": "64;19", "children": []}, {"name": null, "role": "AXTextField", "description": null, "role_description": "text field", "value": "", "position": "897.00;7497.00", "size": "64;19", "children": []}, {"name": null, "role": "AXTextField", "description": null, "role_description": "text field", "value": "3 KB", "position": "964.00;7497.00", "size": "64;19", "children": []}, {"name": null, "role": "AXTextField", "description": null, "role_description": "text field", "value": "Store", "position": "1031.00;7497.00", "size": "64;19", "children": []}]}, {"name": null, "role": "AXRow", "description": null, "role_description": "outline row", "value": null, "position": "158.00;7517.00", "size": "953;21", "children": [{"name": null, "role": "AXGroup", "description": null, "role_description": "group", "value": null, "position": "168.00;7517.00", "size": "208;21", "children": [{"name": null, "role": "AXDisclosureTriangle", "description": null, "role_description": "disclosure triangle", "value": 0, "position": "209.00;7518.00", "size": "13;19", "children": []}, {"name": null, "role": "AXTextField", "description": null, "role_description": "text field", "value": "1212743", "position": "222.00;7518.00", "size": "152;19", "children": []}]}, {"name": null, "role": "AXTextField", "description": null, "role_description": "text field", "value": "2023-12-14 16:10:27", "position": "377.00;7518.00", "size": "115;19", "children": []}, {"name": null, "role": "AXTextField", "description": null, "role_description": "text field", "value": "5 KB", "position": "495.00;7518.00", "size": "64;19", "children": []}, {"name": null, "role": "AXTextField", "description": null, "role_description": "text field", "value": "Folder", "position": "562.00;7518.00", "size": "137;19", "children": []}, {"name": null, "role": "AXTextField", "description": null, "role_description": "text field", "value": "5 KB", "position": "702.00;7518.00", "size": "60;19", "children": []}, {"name": null, "role": "AXTextField", "description": null, "role_description": "text field", "value": "drwxr-xr-x", "position": "765.00;7518.00", "size": "62;19", "children": []}, {"name": null, "role": "AXStaticText", "description": null, "role_description": "text", "value": "", "position": "830.00;7518.00", "size": "64;19", "children": []}, {"name": null, "role": "AXTextField", "description": null, "role_description": "text field", "value": "", "position": "897.00;7518.00", "size": "64;19", "children": []}, {"name": null, "role": "AXTextField", "description": null, "role_description": "text field", "value": "5 KB", "position": "964.00;7518.00", "size": "64;19", "children": []}, {"name": null, "role": "AXTextField", "description": null, "role_description": "text field", "value": "Store", "position": "1031.00;7518.00", "size": "64;19", "children": []}]}, {"name": null, "role": "AXRow", "description": null, "role_description": "outline row", "value": null, "position": "158.00;7538.00", "size": "953;21", "children": [{"name": null, "role": "AXGroup", "description": null, "role_description": "group", "value": null, "position": "168.00;7538.00", "size": "208;21", "children": [{"name": null, "role": "AXDisclosureTriangle", "description": null, "role_description": "disclosure triangle", "value": 0, "position": "209.00;7539.00", "size": "13;19", "children": []}, {"name": null, "role": "AXTextField", "description": null, "role_description": "text field", "value": "1217231", "position": "222.00;7539.00", "size": "152;19", "children": []}]}, {"name": null, "role": "AXTextField", "description": null, "role_description": "text field", "value": "2023-12-14 16:10:27", "position": "377.00;7539.00", "size": "115;19", "children": []}, {"name": null, "role": "AXTextField", "description": null, "role_description": "text field", "value": "7 KB", "position": "495.00;7539.00", "size": "64;19", "children": []}, {"name": null, "role": "AXTextField", "description": null, "role_description": "text field", "value": "Folder", "position": "562.00;7539.00", "size": "137;19", "children": []}, {"name": null, "role": "AXTextField", "description": null, "role_description": "text field", "value": "7 KB", "position": "702.00;7539.00", "size": "60;19", "children": []}, {"name": null, "role": "AXTextField", "description": null, "role_description": "text field", "value": "drwxr-xr-x", "position": "765.00;7539.00", "size": "62;19", "children": []}, {"name": null, "role": "AXStaticText", "description": null, "role_description": "text", "value": "", "position": "830.00;7539.00", "size": "64;19", "children": []}, {"name": null, "role": "AXTextField", "description": null, "role_description": "text field", "value": "", "position": "897.00;7539.00", "size": "64;19", "children": []}, {"name": null, "role": "AXTextField", "description": null, "role_description": "text field", "value": "7 KB", "position": "964.00;7539.00", "size": "64;19", "children": []}, {"name": null, "role": "AXTextField", "description": null, "role_description": "text field", "value": "Store", "position": "1031.00;7539.00", "size": "64;19", "children": []}]}, {"name": null, "role": "AXRow", "description": null, "role_description": "outline row", "value": null, "position": "158.00;7559.00", "size": "953;21", "children": [{"name": null, "role": "AXGroup", "description": null, "role_description": "group", "value": null, "position": "168.00;7559.00", "size": "208;21", "children": [{"name": null, "role": "AXDisclosureTriangle", "description": null, "role_description": "disclosure triangle", "value": 0, "position": "209.00;7560.00", "size": "13;19", "children": []}, {"name": null, "role": "AXTextField", "description": null, "role_description": "text field", "value": "1219199", "position": "222.00;7560.00", "size": "152;19", "children": []}]}, {"name": null, "role": "AXTextField", "description": null, "role_description": "text field", "value": "2023-12-14 16:10:32", "position": "377.00;7560.00", "size": "115;19", "children": []}, {"name": null, "role": "AXTextField", "description": null, "role_description": "text field", "value": "5 KB", "position": "495.00;7560.00", "size": "64;19", "children": []}, {"name": null, "role": "AXTextField", "description": null, "role_description": "text field", "value": "Folder", "position": "562.00;7560.00", "size": "137;19", "children": []}, {"name": null, "role": "AXTextField", "description": null, "role_description": "text field", "value": "5 KB", "position": "702.00;7560.00", "size": "60;19", "children": []}, {"name": null, "role": "AXTextField", "description": null, "role_description": "text field", "value": "drwxr-xr-x", "position": "765.00;7560.00", "size": "62;19", "children": []}, {"name": null, "role": "AXStaticText", "description": null, "role_description": "text", "value": "", "position": "830.00;7560.00", "size": "64;19", "children": []}, {"name": null, "role": "AXTextField", "description": null, "role_description": "text field", "value": "", "position": "897.00;7560.00", "size": "64;19", "children": []}, {"name": null, "role": "AXTextField", "description": null, "role_description": "text field", "value": "5 KB", "position": "964.00;7560.00", "size": "64;19", "children": []}, {"name": null, "role": "AXTextField", "description": null, "role_description": "text field", "value": "Store", "position": "1031.00;7560.00", "size": "64;19", "children": []}]}, {"name": null, "role": "AXRow", "description": null, "role_description": "outline row", "value": null, "position": "158.00;7580.00", "size": "953;21", "children": [{"name": null, "role": "AXGroup", "description": null, "role_description": "group", "value": null, "position": "168.00;7580.00", "size": "208;21", "children": [{"name": null, "role": "AXDisclosureTriangle", "description": null, "role_description": "disclosure triangle", "value": 0, "position": "209.00;7581.00", "size": "13;19", "children": []}, {"name": null, "role": "AXTextField", "description": null, "role_description": "text field", "value": "1212571", "position": "222.00;7581.00", "size": "152;19", "children": []}]}, {"name": null, "role": "AXTextField", "description": null, "role_description": "text field", "value": "2023-12-14 16:10:32", "position": "377.00;7581.00", "size": "115;19", "children": []}, {"name": null, "role": "AXTextField", "description": null, "role_description": "text field", "value": "5 KB", "position": "495.00;7581.00", "size": "64;19", "children": []}, {"name": null, "role": "AXTextField", "description": null, "role_description": "text field", "value": "Folder", "position": "562.00;7581.00", "size": "137;19", "children": []}, {"name": null, "role": "AXTextField", "description": null, "role_description": "text field", "value": "5 KB", "position": "702.00;7581.00", "size": "60;19", "children": []}, {"name": null, "role": "AXTextField", "description": null, "role_description": "text field", "value": "drwxr-xr-x", "position": "765.00;7581.00", "size": "62;19", "children": []}, {"name": null, "role": "AXStaticText", "description": null, "role_description": "text", "value": "", "position": "830.00;7581.00", "size": "64;19", "children": []}, {"name": null, "role": "AXTextField", "description": null, "role_description": "text field", "value": "", "position": "897.00;7581.00", "size": "64;19", "children": []}, {"name": null, "role": "AXTextField", "description": null, "role_description": "text field", "value": "5 KB", "position": "964.00;7581.00", "size": "64;19", "children": []}, {"name": null, "role": "AXTextField", "description": null, "role_description": "text field", "value": "Store", "position": "1031.00;7581.00", "size": "64;19", "children": []}]}, {"name": null, "role": "AXRow", "description": null, "role_description": "outline row", "value": null, "position": "158.00;7601.00", "size": "953;21", "children": [{"name": null, "role": "AXGroup", "description": null, "role_description": "group", "value": null, "position": "168.00;7601.00", "size": "208;21", "children": [{"name": null, "role": "AXDisclosureTriangle", "description": null, "role_description": "disclosure triangle", "value": 0, "position": "209.00;7602.00", "size": "13;19", "children": []}, {"name": null, "role": "AXTextField", "description": null, "role_description": "text field", "value": "1218877", "position": "222.00;7602.00", "size": "152;19", "children": []}]}, {"name": null, "role": "AXTextField", "description": null, "role_description": "text field", "value": "2023-12-14 16:10:27", "position": "377.00;7602.00", "size": "115;19", "children": []}, {"name": null, "role": "AXTextField", "description": null, "role_description": "text field", "value": "6 KB", "position": "495.00;7602.00", "size": "64;19", "children": []}, {"name": null, "role": "AXTextField", "description": null, "role_description": "text field", "value": "Folder", "position": "562.00;7602.00", "size": "137;19", "children": []}, {"name": null, "role": "AXTextField", "description": null, "role_description": "text field", "value": "6 KB", "position": "702.00;7602.00", "size": "60;19", "children": []}, {"name": null, "role": "AXTextField", "description": null, "role_description": "text field", "value": "drwxr-xr-x", "position": "765.00;7602.00", "size": "62;19", "children": []}, {"name": null, "role": "AXStaticText", "description": null, "role_description": "text", "value": "", "position": "830.00;7602.00", "size": "64;19", "children": []}, {"name": null, "role": "AXTextField", "description": null, "role_description": "text field", "value": "", "position": "897.00;7602.00", "size": "64;19", "children": []}, {"name": null, "role": "AXTextField", "description": null, "role_description": "text field", "value": "6 KB", "position": "964.00;7602.00", "size": "64;19", "children": []}, {"name": null, "role": "AXTextField", "description": null, "role_description": "text field", "value": "Store", "position": "1031.00;7602.00", "size": "64;19", "children": []}]}, {"name": null, "role": "AXRow", "description": null, "role_description": "outline row", "value": null, "position": "158.00;7622.00", "size": "953;21", "children": [{"name": null, "role": "AXGroup", "description": null, "role_description": "group", "value": null, "position": "168.00;7622.00", "size": "208;21", "children": [{"name": null, "role": "AXDisclosureTriangle", "description": null, "role_description": "disclosure triangle", "value": 0, "position": "209.00;7623.00", "size": "13;19", "children": []}, {"name": null, "role": "AXTextField", "description": null, "role_description": "text field", "value": "1215754", "position": "222.00;7623.00", "size": "152;19", "children": []}]}, {"name": null, "role": "AXTextField", "description": null, "role_description": "text field", "value": "2023-12-14 16:10:32", "position": "377.00;7623.00", "size": "115;19", "children": []}, {"name": null, "role": "AXTextField", "description": null, "role_description": "text field", "value": "7 KB", "position": "495.00;7623.00", "size": "64;19", "children": []}, {"name": null, "role": "AXTextField", "description": null, "role_description": "text field", "value": "Folder", "position": "562.00;7623.00", "size": "137;19", "children": []}, {"name": null, "role": "AXTextField", "description": null, "role_description": "text field", "value": "7 KB", "position": "702.00;7623.00", "size": "60;19", "children": []}, {"name": null, "role": "AXTextField", "description": null, "role_description": "text field", "value": "drwxr-xr-x", "position": "765.00;7623.00", "size": "62;19", "children": []}, {"name": null, "role": "AXStaticText", "description": null, "role_description": "text", "value": "", "position": "830.00;7623.00", "size": "64;19", "children": []}, {"name": null, "role": "AXTextField", "description": null, "role_description": "text field", "value": "", "position": "897.00;7623.00", "size": "64;19", "children": []}, {"name": null, "role": "AXTextField", "description": null, "role_description": "text field", "value": "7 KB", "position": "964.00;7623.00", "size": "64;19", "children": []}, {"name": null, "role": "AXTextField", "description": null, "role_description": "text field", "value": "Store", "position": "1031.00;7623.00", "size": "64;19", "children": []}]}, {"name": null, "role": "AXRow", "description": null, "role_description": "outline row", "value": null, "position": "158.00;7643.00", "size": "953;21", "children": [{"name": null, "role": "AXGroup", "description": null, "role_description": "group", "value": null, "position": "168.00;7643.00", "size": "208;21", "children": [{"name": null, "role": "AXDisclosureTriangle", "description": null, "role_description": "disclosure triangle", "value": 0, "position": "209.00;7644.00", "size": "13;19", "children": []}, {"name": null, "role": "AXTextField", "description": null, "role_description": "text field", "value": "1214686", "position": "222.00;7644.00", "size": "152;19", "children": []}]}, {"name": null, "role": "AXTextField", "description": null, "role_description": "text field", "value": "2023-12-14 16:10:26", "position": "377.00;7644.00", "size": "115;19", "children": []}, {"name": null, "role": "AXTextField", "description": null, "role_description": "text field", "value": "9 KB", "position": "495.00;7644.00", "size": "64;19", "children": []}, {"name": null, "role": "AXTextField", "description": null, "role_description": "text field", "value": "Folder", "position": "562.00;7644.00", "size": "137;19", "children": []}, {"name": null, "role": "AXTextField", "description": null, "role_description": "text field", "value": "9 KB", "position": "702.00;7644.00", "size": "60;19", "children": []}, {"name": null, "role": "AXTextField", "description": null, "role_description": "text field", "value": "drwxr-xr-x", "position": "765.00;7644.00", "size": "62;19", "children": []}, {"name": null, "role": "AXStaticText", "description": null, "role_description": "text", "value": "", "position": "830.00;7644.00", "size": "64;19", "children": []}, {"name": null, "role": "AXTextField", "description": null, "role_description": "text field", "value": "", "position": "897.00;7644.00", "size": "64;19", "children": []}, {"name": null, "role": "AXTextField", "description": null, "role_description": "text field", "value": "9 KB", "position": "964.00;7644.00", "size": "64;19", "children": []}, {"name": null, "role": "AXTextField", "description": null, "role_description": "text field", "value": "Store", "position": "1031.00;7644.00", "size": "64;19", "children": []}]}, {"name": null, "role": "AXRow", "description": null, "role_description": "outline row", "value": null, "position": "158.00;7664.00", "size": "953;21", "children": [{"name": null, "role": "AXGroup", "description": null, "role_description": "group", "value": null, "position": "168.00;7664.00", "size": "208;21", "children": [{"name": null, "role": "AXDisclosureTriangle", "description": null, "role_description": "disclosure triangle", "value": 0, "position": "209.00;7665.00", "size": "13;19", "children": []}, {"name": null, "role": "AXTextField", "description": null, "role_description": "text field", "value": "1210226", "position": "222.00;7665.00", "size": "152;19", "children": []}]}, {"name": null, "role": "AXTextField", "description": null, "role_description": "text field", "value": "2023-12-14 16:10:26", "position": "377.00;7665.00", "size": "115;19", "children": []}, {"name": null, "role": "AXTextField", "description": null, "role_description": "text field", "value": "3 KB", "position": "495.00;7665.00", "size": "64;19", "children": []}, {"name": null, "role": "AXTextField", "description": null, "role_description": "text field", "value": "Folder", "position": "562.00;7665.00", "size": "137;19", "children": []}, {"name": null, "role": "AXTextField", "description": null, "role_description": "text field", "value": "3 KB", "position": "702.00;7665.00", "size": "60;19", "children": []}, {"name": null, "role": "AXTextField", "description": null, "role_description": "text field", "value": "drwxr-xr-x", "position": "765.00;7665.00", "size": "62;19", "children": []}, {"name": null, "role": "AXStaticText", "description": null, "role_description": "text", "value": "", "position": "830.00;7665.00", "size": "64;19", "children": []}, {"name": null, "role": "AXTextField", "description": null, "role_description": "text field", "value": "", "position": "897.00;7665.00", "size": "64;19", "children": []}, {"name": null, "role": "AXTextField", "description": null, "role_description": "text field", "value": "3 KB", "position": "964.00;7665.00", "size": "64;19", "children": []}, {"name": null, "role": "AXTextField", "description": null, "role_description": "text field", "value": "Store", "position": "1031.00;7665.00", "size": "64;19", "children": []}]}, {"name": null, "role": "AXRow", "description": null, "role_description": "outline row", "value": null, "position": "158.00;7685.00", "size": "953;21", "children": [{"name": null, "role": "AXGroup", "description": null, "role_description": "group", "value": null, "position": "168.00;7685.00", "size": "208;21", "children": [{"name": null, "role": "AXDisclosureTriangle", "description": null, "role_description": "disclosure triangle", "value": 0, "position": "209.00;7686.00", "size": "13;19", "children": []}, {"name": null, "role": "AXTextField", "description": null, "role_description": "text field", "value": "1212115", "position": "222.00;7686.00", "size": "152;19", "children": []}]}, {"name": null, "role": "AXTextField", "description": null, "role_description": "text field", "value": "2023-12-14 16:10:32", "position": "377.00;7686.00", "size": "115;19", "children": []}, {"name": null, "role": "AXTextField", "description": null, "role_description": "text field", "value": "5 KB", "position": "495.00;7686.00", "size": "64;19", "children": []}, {"name": null, "role": "AXTextField", "description": null, "role_description": "text field", "value": "Folder", "position": "562.00;7686.00", "size": "137;19", "children": []}, {"name": null, "role": "AXTextField", "description": null, "role_description": "text field", "value": "5 KB", "position": "702.00;7686.00", "size": "60;19", "children": []}, {"name": null, "role": "AXTextField", "description": null, "role_description": "text field", "value": "drwxr-xr-x", "position": "765.00;7686.00", "size": "62;19", "children": []}, {"name": null, "role": "AXStaticText", "description": null, "role_description": "text", "value": "", "position": "830.00;7686.00", "size": "64;19", "children": []}, {"name": null, "role": "AXTextField", "description": null, "role_description": "text field", "value": "", "position": "897.00;7686.00", "size": "64;19", "children": []}, {"name": null, "role": "AXTextField", "description": null, "role_description": "text field", "value": "5 KB", "position": "964.00;7686.00", "size": "64;19", "children": []}, {"name": null, "role": "AXTextField", "description": null, "role_description": "text field", "value": "Store", "position": "1031.00;7686.00", "size": "64;19", "children": []}]}, {"name": null, "role": "AXRow", "description": null, "role_description": "outline row", "value": null, "position": "158.00;7706.00", "size": "953;21", "children": [{"name": null, "role": "AXGroup", "description": null, "role_description": "group", "value": null, "position": "168.00;7706.00", "size": "208;21", "children": [{"name": null, "role": "AXDisclosureTriangle", "description": null, "role_description": "disclosure triangle", "value": 0, "position": "209.00;7707.00", "size": "13;19", "children": []}, {"name": null, "role": "AXTextField", "description": null, "role_description": "text field", "value": "1212929", "position": "222.00;7707.00", "size": "152;19", "children": []}]}, {"name": null, "role": "AXTextField", "description": null, "role_description": "text field", "value": "2023-12-14 16:10:26", "position": "377.00;7707.00", "size": "115;19", "children": []}, {"name": null, "role": "AXTextField", "description": null, "role_description": "text field", "value": "8 KB", "position": "495.00;7707.00", "size": "64;19", "children": []}, {"name": null, "role": "AXTextField", "description": null, "role_description": "text field", "value": "Folder", "position": "562.00;7707.00", "size": "137;19", "children": []}, {"name": null, "role": "AXTextField", "description": null, "role_description": "text field", "value": "8 KB", "position": "702.00;7707.00", "size": "60;19", "children": []}, {"name": null, "role": "AXTextField", "description": null, "role_description": "text field", "value": "drwxr-xr-x", "position": "765.00;7707.00", "size": "62;19", "children": []}, {"name": null, "role": "AXStaticText", "description": null, "role_description": "text", "value": "", "position": "830.00;7707.00", "size": "64;19", "children": []}, {"name": null, "role": "AXTextField", "description": null, "role_description": "text field", "value": "", "position": "897.00;7707.00", "size": "64;19", "children": []}, {"name": null, "role": "AXTextField", "description": null, "role_description": "text field", "value": "8 KB", "position": "964.00;7707.00", "size": "64;19", "children": []}, {"name": null, "role": "AXTextField", "description": null, "role_description": "text field", "value": "Store", "position": "1031.00;7707.00", "size": "64;19", "children": []}]}, {"name": null, "role": "AXRow", "description": null, "role_description": "outline row", "value": null, "position": "158.00;7727.00", "size": "953;21", "children": [{"name": null, "role": "AXGroup", "description": null, "role_description": "group", "value": null, "position": "168.00;7727.00", "size": "208;21", "children": [{"name": null, "role": "AXDisclosureTriangle", "description": null, "role_description": "disclosure triangle", "value": 0, "position": "209.00;7728.00", "size": "13;19", "children": []}, {"name": null, "role": "AXTextField", "description": null, "role_description": "text field", "value": "1210642", "position": "222.00;7728.00", "size": "152;19", "children": []}]}, {"name": null, "role": "AXTextField", "description": null, "role_description": "text field", "value": "2023-12-14 16:10:29", "position": "377.00;7728.00", "size": "115;19", "children": []}, {"name": null, "role": "AXTextField", "description": null, "role_description": "text field", "value": "6 KB", "position": "495.00;7728.00", "size": "64;19", "children": []}, {"name": null, "role": "AXTextField", "description": null, "role_description": "text field", "value": "Folder", "position": "562.00;7728.00", "size": "137;19", "children": []}, {"name": null, "role": "AXTextField", "description": null, "role_description": "text field", "value": "6 KB", "position": "702.00;7728.00", "size": "60;19", "children": []}, {"name": null, "role": "AXTextField", "description": null, "role_description": "text field", "value": "drwxr-xr-x", "position": "765.00;7728.00", "size": "62;19", "children": []}, {"name": null, "role": "AXStaticText", "description": null, "role_description": "text", "value": "", "position": "830.00;7728.00", "size": "64;19", "children": []}, {"name": null, "role": "AXTextField", "description": null, "role_description": "text field", "value": "", "position": "897.00;7728.00", "size": "64;19", "children": []}, {"name": null, "role": "AXTextField", "description": null, "role_description": "text field", "value": "6 KB", "position": "964.00;7728.00", "size": "64;19", "children": []}, {"name": null, "role": "AXTextField", "description": null, "role_description": "text field", "value": "Store", "position": "1031.00;7728.00", "size": "64;19", "children": []}]}, {"name": null, "role": "AXRow", "description": null, "role_description": "outline row", "value": null, "position": "158.00;7748.00", "size": "953;21", "children": [{"name": null, "role": "AXGroup", "description": null, "role_description": "group", "value": null, "position": "168.00;7748.00", "size": "208;21", "children": [{"name": null, "role": "AXDisclosureTriangle", "description": null, "role_description": "disclosure triangle", "value": 0, "position": "209.00;7749.00", "size": "13;19", "children": []}, {"name": null, "role": "AXTextField", "description": null, "role_description": "text field", "value": "1211790", "position": "222.00;7749.00", "size": "152;19", "children": []}]}, {"name": null, "role": "AXTextField", "description": null, "role_description": "text field", "value": "2023-12-14 16:10:25", "position": "377.00;7749.00", "size": "115;19", "children": []}, {"name": null, "role": "AXTextField", "description": null, "role_description": "text field", "value": "10 KB", "position": "495.00;7749.00", "size": "64;19", "children": []}, {"name": null, "role": "AXTextField", "description": null, "role_description": "text field", "value": "Folder", "position": "562.00;7749.00", "size": "137;19", "children": []}, {"name": null, "role": "AXTextField", "description": null, "role_description": "text field", "value": "10 KB", "position": "702.00;7749.00", "size": "60;19", "children": []}, {"name": null, "role": "AXTextField", "description": null, "role_description": "text field", "value": "drwxr-xr-x", "position": "765.00;7749.00", "size": "62;19", "children": []}, {"name": null, "role": "AXStaticText", "description": null, "role_description": "text", "value": "", "position": "830.00;7749.00", "size": "64;19", "children": []}, {"name": null, "role": "AXTextField", "description": null, "role_description": "text field", "value": "", "position": "897.00;7749.00", "size": "64;19", "children": []}, {"name": null, "role": "AXTextField", "description": null, "role_description": "text field", "value": "10 KB", "position": "964.00;7749.00", "size": "64;19", "children": []}, {"name": null, "role": "AXTextField", "description": null, "role_description": "text field", "value": "Store", "position": "1031.00;7749.00", "size": "64;19", "children": []}]}, {"name": null, "role": "AXRow", "description": null, "role_description": "outline row", "value": null, "position": "158.00;7769.00", "size": "953;21", "children": [{"name": null, "role": "AXGroup", "description": null, "role_description": "group", "value": null, "position": "168.00;7769.00", "size": "208;21", "children": [{"name": null, "role": "AXDisclosureTriangle", "description": null, "role_description": "disclosure triangle", "value": 0, "position": "209.00;7770.00", "size": "13;19", "children": []}, {"name": null, "role": "AXTextField", "description": null, "role_description": "text field", "value": "1212327", "position": "222.00;7770.00", "size": "152;19", "children": []}]}, {"name": null, "role": "AXTextField", "description": null, "role_description": "text field", "value": "2023-12-14 16:10:30", "position": "377.00;7770.00", "size": "115;19", "children": []}, {"name": null, "role": "AXTextField", "description": null, "role_description": "text field", "value": "10 KB", "position": "495.00;7770.00", "size": "64;19", "children": []}, {"name": null, "role": "AXTextField", "description": null, "role_description": "text field", "value": "Folder", "position": "562.00;7770.00", "size": "137;19", "children": []}, {"name": null, "role": "AXTextField", "description": null, "role_description": "text field", "value": "9 KB", "position": "702.00;7770.00", "size": "60;19", "children": []}, {"name": null, "role": "AXTextField", "description": null, "role_description": "text field", "value": "drwxr-xr-x", "position": "765.00;7770.00", "size": "62;19", "children": []}, {"name": null, "role": "AXStaticText", "description": null, "role_description": "text", "value": "", "position": "830.00;7770.00", "size": "64;19", "children": []}, {"name": null, "role": "AXTextField", "description": null, "role_description": "text field", "value": "", "position": "897.00;7770.00", "size": "64;19", "children": []}, {"name": null, "role": "AXTextField", "description": null, "role_description": "text field", "value": "10 KB", "position": "964.00;7770.00", "size": "64;19", "children": []}, {"name": null, "role": "AXTextField", "description": null, "role_description": "text field", "value": "Store", "position": "1031.00;7770.00", "size": "64;19", "children": []}]}, {"name": null, "role": "AXRow", "description": null, "role_description": "outline row", "value": null, "position": "158.00;7790.00", "size": "953;21", "children": [{"name": null, "role": "AXGroup", "description": null, "role_description": "group", "value": null, "position": "168.00;7790.00", "size": "208;21", "children": [{"name": null, "role": "AXDisclosureTriangle", "description": null, "role_description": "disclosure triangle", "value": 0, "position": "209.00;7791.00", "size": "13;19", "children": []}, {"name": null, "role": "AXTextField", "description": null, "role_description": "text field", "value": "1216787", "position": "222.00;7791.00", "size": "152;19", "children": []}]}, {"name": null, "role": "AXTextField", "description": null, "role_description": "text field", "value": "2023-12-14 16:10:32", "position": "377.00;7791.00", "size": "115;19", "children": []}, {"name": null, "role": "AXTextField", "description": null, "role_description": "text field", "value": "5 KB", "position": "495.00;7791.00", "size": "64;19", "children": []}, {"name": null, "role": "AXTextField", "description": null, "role_description": "text field", "value": "Folder", "position": "562.00;7791.00", "size": "137;19", "children": []}, {"name": null, "role": "AXTextField", "description": null, "role_description": "text field", "value": "5 KB", "position": "702.00;7791.00", "size": "60;19", "children": []}, {"name": null, "role": "AXTextField", "description": null, "role_description": "text field", "value": "drwxr-xr-x", "position": "765.00;7791.00", "size": "62;19", "children": []}, {"name": null, "role": "AXStaticText", "description": null, "role_description": "text", "value": "", "position": "830.00;7791.00", "size": "64;19", "children": []}, {"name": null, "role": "AXTextField", "description": null, "role_description": "text field", "value": "", "position": "897.00;7791.00", "size": "64;19", "children": []}, {"name": null, "role": "AXTextField", "description": null, "role_description": "text field", "value": "5 KB", "position": "964.00;7791.00", "size": "64;19", "children": []}, {"name": null, "role": "AXTextField", "description": null, "role_description": "text field", "value": "Store", "position": "1031.00;7791.00", "size": "64;19", "children": []}]}, {"name": null, "role": "AXRow", "description": null, "role_description": "outline row", "value": null, "position": "158.00;7811.00", "size": "953;21", "children": [{"name": null, "role": "AXGroup", "description": null, "role_description": "group", "value": null, "position": "168.00;7811.00", "size": "208;21", "children": [{"name": null, "role": "AXDisclosureTriangle", "description": null, "role_description": "disclosure triangle", "value": 0, "position": "209.00;7812.00", "size": "13;19", "children": []}, {"name": null, "role": "AXTextField", "description": null, "role_description": "text field", "value": "1219509", "position": "222.00;7812.00", "size": "152;19", "children": []}]}, {"name": null, "role": "AXTextField", "description": null, "role_description": "text field", "value": "2023-12-14 16:10:31", "position": "377.00;7812.00", "size": "115;19", "children": []}, {"name": null, "role": "AXTextField", "description": null, "role_description": "text field", "value": "6 KB", "position": "495.00;7812.00", "size": "64;19", "children": []}, {"name": null, "role": "AXTextField", "description": null, "role_description": "text field", "value": "Folder", "position": "562.00;7812.00", "size": "137;19", "children": []}, {"name": null, "role": "AXTextField", "description": null, "role_description": "text field", "value": "6 KB", "position": "702.00;7812.00", "size": "60;19", "children": []}, {"name": null, "role": "AXTextField", "description": null, "role_description": "text field", "value": "drwxr-xr-x", "position": "765.00;7812.00", "size": "62;19", "children": []}, {"name": null, "role": "AXStaticText", "description": null, "role_description": "text", "value": "", "position": "830.00;7812.00", "size": "64;19", "children": []}, {"name": null, "role": "AXTextField", "description": null, "role_description": "text field", "value": "", "position": "897.00;7812.00", "size": "64;19", "children": []}, {"name": null, "role": "AXTextField", "description": null, "role_description": "text field", "value": "6 KB", "position": "964.00;7812.00", "size": "64;19", "children": []}, {"name": null, "role": "AXTextField", "description": null, "role_description": "text field", "value": "Store", "position": "1031.00;7812.00", "size": "64;19", "children": []}]}, {"name": null, "role": "AXRow", "description": null, "role_description": "outline row", "value": null, "position": "158.00;7832.00", "size": "953;21", "children": [{"name": null, "role": "AXGroup", "description": null, "role_description": "group", "value": null, "position": "168.00;7832.00", "size": "208;21", "children": [{"name": null, "role": "AXDisclosureTriangle", "description": null, "role_description": "disclosure triangle", "value": 0, "position": "209.00;7833.00", "size": "13;19", "children": []}, {"name": null, "role": "AXTextField", "description": null, "role_description": "text field", "value": "1213033", "position": "222.00;7833.00", "size": "152;19", "children": []}]}, {"name": null, "role": "AXTextField", "description": null, "role_description": "text field", "value": "2023-12-14 16:10:25", "position": "377.00;7833.00", "size": "115;19", "children": []}, {"name": null, "role": "AXTextField", "description": null, "role_description": "text field", "value": "10 KB", "position": "495.00;7833.00", "size": "64;19", "children": []}, {"name": null, "role": "AXTextField", "description": null, "role_description": "text field", "value": "Folder", "position": "562.00;7833.00", "size": "137;19", "children": []}, {"name": null, "role": "AXTextField", "description": null, "role_description": "text field", "value": "10 KB", "position": "702.00;7833.00", "size": "60;19", "children": []}, {"name": null, "role": "AXTextField", "description": null, "role_description": "text field", "value": "drwxr-xr-x", "position": "765.00;7833.00", "size": "62;19", "children": []}, {"name": null, "role": "AXStaticText", "description": null, "role_description": "text", "value": "", "position": "830.00;7833.00", "size": "64;19", "children": []}, {"name": null, "role": "AXTextField", "description": null, "role_description": "text field", "value": "", "position": "897.00;7833.00", "size": "64;19", "children": []}, {"name": null, "role": "AXTextField", "description": null, "role_description": "text field", "value": "10 KB", "position": "964.00;7833.00", "size": "64;19", "children": []}, {"name": null, "role": "AXTextField", "description": null, "role_description": "text field", "value": "Store", "position": "1031.00;7833.00", "size": "64;19", "children": []}]}, {"name": null, "role": "AXRow", "description": null, "role_description": "outline row", "value": null, "position": "158.00;7853.00", "size": "953;21", "children": [{"name": null, "role": "AXGroup", "description": null, "role_description": "group", "value": null, "position": "168.00;7853.00", "size": "208;21", "children": [{"name": null, "role": "AXDisclosureTriangle", "description": null, "role_description": "disclosure triangle", "value": 0, "position": "209.00;7854.00", "size": "13;19", "children": []}, {"name": null, "role": "AXTextField", "description": null, "role_description": "text field", "value": "1216541", "position": "222.00;7854.00", "size": "152;19", "children": []}]}, {"name": null, "role": "AXTextField", "description": null, "role_description": "text field", "value": "2023-12-14 16:10:26", "position": "377.00;7854.00", "size": "115;19", "children": []}, {"name": null, "role": "AXTextField", "description": null, "role_description": "text field", "value": "6 KB", "position": "495.00;7854.00", "size": "64;19", "children": []}, {"name": null, "role": "AXTextField", "description": null, "role_description": "text field", "value": "Folder", "position": "562.00;7854.00", "size": "137;19", "children": []}, {"name": null, "role": "AXTextField", "description": null, "role_description": "text field", "value": "6 KB", "position": "702.00;7854.00", "size": "60;19", "children": []}, {"name": null, "role": "AXTextField", "description": null, "role_description": "text field", "value": "drwxr-xr-x", "position": "765.00;7854.00", "size": "62;19", "children": []}, {"name": null, "role": "AXStaticText", "description": null, "role_description": "text", "value": "", "position": "830.00;7854.00", "size": "64;19", "children": []}, {"name": null, "role": "AXTextField", "description": null, "role_description": "text field", "value": "", "position": "897.00;7854.00", "size": "64;19", "children": []}, {"name": null, "role": "AXTextField", "description": null, "role_description": "text field", "value": "6 KB", "position": "964.00;7854.00", "size": "64;19", "children": []}, {"name": null, "role": "AXTextField", "description": null, "role_description": "text field", "value": "Store", "position": "1031.00;7854.00", "size": "64;19", "children": []}]}, {"name": null, "role": "AXRow", "description": null, "role_description": "outline row", "value": null, "position": "158.00;7874.00", "size": "953;21", "children": [{"name": null, "role": "AXGroup", "description": null, "role_description": "group", "value": null, "position": "168.00;7874.00", "size": "208;21", "children": [{"name": null, "role": "AXDisclosureTriangle", "description": null, "role_description": "disclosure triangle", "value": 0, "position": "209.00;7875.00", "size": "13;19", "children": []}, {"name": null, "role": "AXTextField", "description": null, "role_description": "text field", "value": "1217493", "position": "222.00;7875.00", "size": "152;19", "children": []}]}, {"name": null, "role": "AXTextField", "description": null, "role_description": "text field", "value": "2023-12-14 16:10:31", "position": "377.00;7875.00", "size": "115;19", "children": []}, {"name": null, "role": "AXTextField", "description": null, "role_description": "text field", "value": "7 KB", "position": "495.00;7875.00", "size": "64;19", "children": []}, {"name": null, "role": "AXTextField", "description": null, "role_description": "text field", "value": "Folder", "position": "562.00;7875.00", "size": "137;19", "children": []}, {"name": null, "role": "AXTextField", "description": null, "role_description": "text field", "value": "6 KB", "position": "702.00;7875.00", "size": "60;19", "children": []}, {"name": null, "role": "AXTextField", "description": null, "role_description": "text field", "value": "drwxr-xr-x", "position": "765.00;7875.00", "size": "62;19", "children": []}, {"name": null, "role": "AXStaticText", "description": null, "role_description": "text", "value": "", "position": "830.00;7875.00", "size": "64;19", "children": []}, {"name": null, "role": "AXTextField", "description": null, "role_description": "text field", "value": "", "position": "897.00;7875.00", "size": "64;19", "children": []}, {"name": null, "role": "AXTextField", "description": null, "role_description": "text field", "value": "7 KB", "position": "964.00;7875.00", "size": "64;19", "children": []}, {"name": null, "role": "AXTextField", "description": null, "role_description": "text field", "value": "Store", "position": "1031.00;7875.00", "size": "64;19", "children": []}]}, {"name": null, "role": "AXRow", "description": null, "role_description": "outline row", "value": null, "position": "158.00;7895.00", "size": "953;21", "children": [{"name": null, "role": "AXGroup", "description": null, "role_description": "group", "value": null, "position": "168.00;7895.00", "size": "208;21", "children": [{"name": null, "role": "AXDisclosureTriangle", "description": null, "role_description": "disclosure triangle", "value": 0, "position": "209.00;7896.00", "size": "13;19", "children": []}, {"name": null, "role": "AXTextField", "description": null, "role_description": "text field", "value": "1214216", "position": "222.00;7896.00", "size": "152;19", "children": []}]}, {"name": null, "role": "AXTextField", "description": null, "role_description": "text field", "value": "2023-12-14 16:10:27", "position": "377.00;7896.00", "size": "115;19", "children": []}, {"name": null, "role": "AXTextField", "description": null, "role_description": "text field", "value": "6 KB", "position": "495.00;7896.00", "size": "64;19", "children": []}, {"name": null, "role": "AXTextField", "description": null, "role_description": "text field", "value": "Folder", "position": "562.00;7896.00", "size": "137;19", "children": []}, {"name": null, "role": "AXTextField", "description": null, "role_description": "text field", "value": "6 KB", "position": "702.00;7896.00", "size": "60;19", "children": []}, {"name": null, "role": "AXTextField", "description": null, "role_description": "text field", "value": "drwxr-xr-x", "position": "765.00;7896.00", "size": "62;19", "children": []}, {"name": null, "role": "AXStaticText", "description": null, "role_description": "text", "value": "", "position": "830.00;7896.00", "size": "64;19", "children": []}, {"name": null, "role": "AXTextField", "description": null, "role_description": "text field", "value": "", "position": "897.00;7896.00", "size": "64;19", "children": []}, {"name": null, "role": "AXTextField", "description": null, "role_description": "text field", "value": "6 KB", "position": "964.00;7896.00", "size": "64;19", "children": []}, {"name": null, "role": "AXTextField", "description": null, "role_description": "text field", "value": "Store", "position": "1031.00;7896.00", "size": "64;19", "children": []}]}, {"name": null, "role": "AXRow", "description": null, "role_description": "outline row", "value": null, "position": "158.00;7916.00", "size": "953;21", "children": [{"name": null, "role": "AXGroup", "description": null, "role_description": "group", "value": null, "position": "168.00;7916.00", "size": "208;21", "children": [{"name": null, "role": "AXDisclosureTriangle", "description": null, "role_description": "disclosure triangle", "value": 0, "position": "209.00;7917.00", "size": "13;19", "children": []}, {"name": null, "role": "AXTextField", "description": null, "role_description": "text field", "value": "1211764", "position": "222.00;7917.00", "size": "152;19", "children": []}]}, {"name": null, "role": "AXTextField", "description": null, "role_description": "text field", "value": "2023-12-14 16:10:26", "position": "377.00;7917.00", "size": "115;19", "children": []}, {"name": null, "role": "AXTextField", "description": null, "role_description": "text field", "value": "10 KB", "position": "495.00;7917.00", "size": "64;19", "children": []}, {"name": null, "role": "AXTextField", "description": null, "role_description": "text field", "value": "Folder", "position": "562.00;7917.00", "size": "137;19", "children": []}, {"name": null, "role": "AXTextField", "description": null, "role_description": "text field", "value": "9 KB", "position": "702.00;7917.00", "size": "60;19", "children": []}, {"name": null, "role": "AXTextField", "description": null, "role_description": "text field", "value": "drwxr-xr-x", "position": "765.00;7917.00", "size": "62;19", "children": []}, {"name": null, "role": "AXStaticText", "description": null, "role_description": "text", "value": "", "position": "830.00;7917.00", "size": "64;19", "children": []}, {"name": null, "role": "AXTextField", "description": null, "role_description": "text field", "value": "", "position": "897.00;7917.00", "size": "64;19", "children": []}, {"name": null, "role": "AXTextField", "description": null, "role_description": "text field", "value": "10 KB", "position": "964.00;7917.00", "size": "64;19", "children": []}, {"name": null, "role": "AXTextField", "description": null, "role_description": "text field", "value": "Store", "position": "1031.00;7917.00", "size": "64;19", "children": []}]}, {"name": null, "role": "AXRow", "description": null, "role_description": "outline row", "value": null, "position": "158.00;7937.00", "size": "953;21", "children": [{"name": null, "role": "AXGroup", "description": null, "role_description": "group", "value": null, "position": "168.00;7937.00", "size": "208;21", "children": [{"name": null, "role": "AXDisclosureTriangle", "description": null, "role_description": "disclosure triangle", "value": 0, "position": "209.00;7938.00", "size": "13;19", "children": []}, {"name": null, "role": "AXTextField", "description": null, "role_description": "text field", "value": "1214024", "position": "222.00;7938.00", "size": "152;19", "children": []}]}, {"name": null, "role": "AXTextField", "description": null, "role_description": "text field", "value": "2023-12-14 16:10:29", "position": "377.00;7938.00", "size": "115;19", "children": []}, {"name": null, "role": "AXTextField", "description": null, "role_description": "text field", "value": "4 KB", "position": "495.00;7938.00", "size": "64;19", "children": []}, {"name": null, "role": "AXTextField", "description": null, "role_description": "text field", "value": "Folder", "position": "562.00;7938.00", "size": "137;19", "children": []}, {"name": null, "role": "AXTextField", "description": null, "role_description": "text field", "value": "4 KB", "position": "702.00;7938.00", "size": "60;19", "children": []}, {"name": null, "role": "AXTextField", "description": null, "role_description": "text field", "value": "drwxr-xr-x", "position": "765.00;7938.00", "size": "62;19", "children": []}, {"name": null, "role": "AXStaticText", "description": null, "role_description": "text", "value": "", "position": "830.00;7938.00", "size": "64;19", "children": []}, {"name": null, "role": "AXTextField", "description": null, "role_description": "text field", "value": "", "position": "897.00;7938.00", "size": "64;19", "children": []}, {"name": null, "role": "AXTextField", "description": null, "role_description": "text field", "value": "4 KB", "position": "964.00;7938.00", "size": "64;19", "children": []}, {"name": null, "role": "AXTextField", "description": null, "role_description": "text field", "value": "Store", "position": "1031.00;7938.00", "size": "64;19", "children": []}]}, {"name": null, "role": "AXRow", "description": null, "role_description": "outline row", "value": null, "position": "158.00;7958.00", "size": "953;21", "children": [{"name": null, "role": "AXGroup", "description": null, "role_description": "group", "value": null, "position": "168.00;7958.00", "size": "208;21", "children": [{"name": null, "role": "AXDisclosureTriangle", "description": null, "role_description": "disclosure triangle", "value": 0, "position": "209.00;7959.00", "size": "13;19", "children": []}, {"name": null, "role": "AXTextField", "description": null, "role_description": "text field", "value": "1210484", "position": "222.00;7959.00", "size": "152;19", "children": []}]}, {"name": null, "role": "AXTextField", "description": null, "role_description": "text field", "value": "2023-12-14 16:10:25", "position": "377.00;7959.00", "size": "115;19", "children": []}, {"name": null, "role": "AXTextField", "description": null, "role_description": "text field", "value": "3 KB", "position": "495.00;7959.00", "size": "64;19", "children": []}, {"name": null, "role": "AXTextField", "description": null, "role_description": "text field", "value": "Folder", "position": "562.00;7959.00", "size": "137;19", "children": []}, {"name": null, "role": "AXTextField", "description": null, "role_description": "text field", "value": "3 KB", "position": "702.00;7959.00", "size": "60;19", "children": []}, {"name": null, "role": "AXTextField", "description": null, "role_description": "text field", "value": "drwxr-xr-x", "position": "765.00;7959.00", "size": "62;19", "children": []}, {"name": null, "role": "AXStaticText", "description": null, "role_description": "text", "value": "", "position": "830.00;7959.00", "size": "64;19", "children": []}, {"name": null, "role": "AXTextField", "description": null, "role_description": "text field", "value": "", "position": "897.00;7959.00", "size": "64;19", "children": []}, {"name": null, "role": "AXTextField", "description": null, "role_description": "text field", "value": "3 KB", "position": "964.00;7959.00", "size": "64;19", "children": []}, {"name": null, "role": "AXTextField", "description": null, "role_description": "text field", "value": "Store", "position": "1031.00;7959.00", "size": "64;19", "children": []}]}, {"name": null, "role": "AXRow", "description": null, "role_description": "outline row", "value": null, "position": "158.00;7979.00", "size": "953;21", "children": [{"name": null, "role": "AXGroup", "description": null, "role_description": "group", "value": null, "position": "168.00;7979.00", "size": "208;21", "children": [{"name": null, "role": "AXDisclosureTriangle", "description": null, "role_description": "disclosure triangle", "value": 0, "position": "209.00;7980.00", "size": "13;19", "children": []}, {"name": null, "role": "AXTextField", "description": null, "role_description": "text field", "value": "1214818", "position": "222.00;7980.00", "size": "152;19", "children": []}]}, {"name": null, "role": "AXTextField", "description": null, "role_description": "text field", "value": "2023-12-14 16:10:26", "position": "377.00;7980.00", "size": "115;19", "children": []}, {"name": null, "role": "AXTextField", "description": null, "role_description": "text field", "value": "6 KB", "position": "495.00;7980.00", "size": "64;19", "children": []}, {"name": null, "role": "AXTextField", "description": null, "role_description": "text field", "value": "Folder", "position": "562.00;7980.00", "size": "137;19", "children": []}, {"name": null, "role": "AXTextField", "description": null, "role_description": "text field", "value": "6 KB", "position": "702.00;7980.00", "size": "60;19", "children": []}, {"name": null, "role": "AXTextField", "description": null, "role_description": "text field", "value": "drwxr-xr-x", "position": "765.00;7980.00", "size": "62;19", "children": []}, {"name": null, "role": "AXStaticText", "description": null, "role_description": "text", "value": "", "position": "830.00;7980.00", "size": "64;19", "children": []}, {"name": null, "role": "AXTextField", "description": null, "role_description": "text field", "value": "", "position": "897.00;7980.00", "size": "64;19", "children": []}, {"name": null, "role": "AXTextField", "description": null, "role_description": "text field", "value": "6 KB", "position": "964.00;7980.00", "size": "64;19", "children": []}, {"name": null, "role": "AXTextField", "description": null, "role_description": "text field", "value": "Store", "position": "1031.00;7980.00", "size": "64;19", "children": []}]}, {"name": null, "role": "AXRow", "description": null, "role_description": "outline row", "value": null, "position": "158.00;8000.00", "size": "953;21", "children": [{"name": null, "role": "AXGroup", "description": null, "role_description": "group", "value": null, "position": "168.00;8000.00", "size": "208;21", "children": [{"name": null, "role": "AXDisclosureTriangle", "description": null, "role_description": "disclosure triangle", "value": 0, "position": "209.00;8001.00", "size": "13;19", "children": []}, {"name": null, "role": "AXTextField", "description": null, "role_description": "text field", "value": "1213201", "position": "222.00;8001.00", "size": "152;19", "children": []}]}, {"name": null, "role": "AXTextField", "description": null, "role_description": "text field", "value": "2023-12-14 16:10:30", "position": "377.00;8001.00", "size": "115;19", "children": []}, {"name": null, "role": "AXTextField", "description": null, "role_description": "text field", "value": "4 KB", "position": "495.00;8001.00", "size": "64;19", "children": []}, {"name": null, "role": "AXTextField", "description": null, "role_description": "text field", "value": "Folder", "position": "562.00;8001.00", "size": "137;19", "children": []}, {"name": null, "role": "AXTextField", "description": null, "role_description": "text field", "value": "4 KB", "position": "702.00;8001.00", "size": "60;19", "children": []}, {"name": null, "role": "AXTextField", "description": null, "role_description": "text field", "value": "drwxr-xr-x", "position": "765.00;8001.00", "size": "62;19", "children": []}, {"name": null, "role": "AXStaticText", "description": null, "role_description": "text", "value": "", "position": "830.00;8001.00", "size": "64;19", "children": []}, {"name": null, "role": "AXTextField", "description": null, "role_description": "text field", "value": "", "position": "897.00;8001.00", "size": "64;19", "children": []}, {"name": null, "role": "AXTextField", "description": null, "role_description": "text field", "value": "4 KB", "position": "964.00;8001.00", "size": "64;19", "children": []}, {"name": null, "role": "AXTextField", "description": null, "role_description": "text field", "value": "Store", "position": "1031.00;8001.00", "size": "64;19", "children": []}]}, {"name": null, "role": "AXRow", "description": null, "role_description": "outline row", "value": null, "position": "158.00;8021.00", "size": "953;21", "children": [{"name": null, "role": "AXGroup", "description": null, "role_description": "group", "value": null, "position": "168.00;8021.00", "size": "208;21", "children": [{"name": null, "role": "AXDisclosureTriangle", "description": null, "role_description": "disclosure triangle", "value": 0, "position": "209.00;8022.00", "size": "13;19", "children": []}, {"name": null, "role": "AXTextField", "description": null, "role_description": "text field", "value": "1215592", "position": "222.00;8022.00", "size": "152;19", "children": []}]}, {"name": null, "role": "AXTextField", "description": null, "role_description": "text field", "value": "2023-12-14 16:10:30", "position": "377.00;8022.00", "size": "115;19", "children": []}, {"name": null, "role": "AXTextField", "description": null, "role_description": "text field", "value": "11 KB", "position": "495.00;8022.00", "size": "64;19", "children": []}, {"name": null, "role": "AXTextField", "description": null, "role_description": "text field", "value": "Folder", "position": "562.00;8022.00", "size": "137;19", "children": []}, {"name": null, "role": "AXTextField", "description": null, "role_description": "text field", "value": "10 KB", "position": "702.00;8022.00", "size": "60;19", "children": []}, {"name": null, "role": "AXTextField", "description": null, "role_description": "text field", "value": "drwxr-xr-x", "position": "765.00;8022.00", "size": "62;19", "children": []}, {"name": null, "role": "AXStaticText", "description": null, "role_description": "text", "value": "", "position": "830.00;8022.00", "size": "64;19", "children": []}, {"name": null, "role": "AXTextField", "description": null, "role_description": "text field", "value": "", "position": "897.00;8022.00", "size": "64;19", "children": []}, {"name": null, "role": "AXTextField", "description": null, "role_description": "text field", "value": "11 KB", "position": "964.00;8022.00", "size": "64;19", "children": []}, {"name": null, "role": "AXTextField", "description": null, "role_description": "text field", "value": "Store", "position": "1031.00;8022.00", "size": "64;19", "children": []}]}, {"name": null, "role": "AXRow", "description": null, "role_description": "outline row", "value": null, "position": "158.00;8042.00", "size": "953;21", "children": [{"name": null, "role": "AXGroup", "description": null, "role_description": "group", "value": null, "position": "168.00;8042.00", "size": "208;21", "children": [{"name": null, "role": "AXDisclosureTriangle", "description": null, "role_description": "disclosure triangle", "value": 0, "position": "209.00;8043.00", "size": "13;19", "children": []}, {"name": null, "role": "AXTextField", "description": null, "role_description": "text field", "value": "1214440", "position": "222.00;8043.00", "size": "152;19", "children": []}]}, {"name": null, "role": "AXTextField", "description": null, "role_description": "text field", "value": "2023-12-14 16:10:30", "position": "377.00;8043.00", "size": "115;19", "children": []}, {"name": null, "role": "AXTextField", "description": null, "role_description": "text field", "value": "5 KB", "position": "495.00;8043.00", "size": "64;19", "children": []}, {"name": null, "role": "AXTextField", "description": null, "role_description": "text field", "value": "Folder", "position": "562.00;8043.00", "size": "137;19", "children": []}, {"name": null, "role": "AXTextField", "description": null, "role_description": "text field", "value": "5 KB", "position": "702.00;8043.00", "size": "60;19", "children": []}, {"name": null, "role": "AXTextField", "description": null, "role_description": "text field", "value": "drwxr-xr-x", "position": "765.00;8043.00", "size": "62;19", "children": []}, {"name": null, "role": "AXStaticText", "description": null, "role_description": "text", "value": "", "position": "830.00;8043.00", "size": "64;19", "children": []}, {"name": null, "role": "AXTextField", "description": null, "role_description": "text field", "value": "", "position": "897.00;8043.00", "size": "64;19", "children": []}, {"name": null, "role": "AXTextField", "description": null, "role_description": "text field", "value": "5 KB", "position": "964.00;8043.00", "size": "64;19", "children": []}, {"name": null, "role": "AXTextField", "description": null, "role_description": "text field", "value": "Store", "position": "1031.00;8043.00", "size": "64;19", "children": []}]}, {"name": null, "role": "AXRow", "description": null, "role_description": "outline row", "value": null, "position": "158.00;8063.00", "size": "953;21", "children": [{"name": null, "role": "AXGroup", "description": null, "role_description": "group", "value": null, "position": "168.00;8063.00", "size": "208;21", "children": [{"name": null, "role": "AXDisclosureTriangle", "description": null, "role_description": "disclosure triangle", "value": 0, "position": "209.00;8064.00", "size": "13;19", "children": []}, {"name": null, "role": "AXTextField", "description": null, "role_description": "text field", "value": "1211132", "position": "222.00;8064.00", "size": "152;19", "children": []}]}, {"name": null, "role": "AXTextField", "description": null, "role_description": "text field", "value": "2023-12-14 16:10:27", "position": "377.00;8064.00", "size": "115;19", "children": []}, {"name": null, "role": "AXTextField", "description": null, "role_description": "text field", "value": "7 KB", "position": "495.00;8064.00", "size": "64;19", "children": []}, {"name": null, "role": "AXTextField", "description": null, "role_description": "text field", "value": "Folder", "position": "562.00;8064.00", "size": "137;19", "children": []}, {"name": null, "role": "AXTextField", "description": null, "role_description": "text field", "value": "7 KB", "position": "702.00;8064.00", "size": "60;19", "children": []}, {"name": null, "role": "AXTextField", "description": null, "role_description": "text field", "value": "drwxr-xr-x", "position": "765.00;8064.00", "size": "62;19", "children": []}, {"name": null, "role": "AXStaticText", "description": null, "role_description": "text", "value": "", "position": "830.00;8064.00", "size": "64;19", "children": []}, {"name": null, "role": "AXTextField", "description": null, "role_description": "text field", "value": "", "position": "897.00;8064.00", "size": "64;19", "children": []}, {"name": null, "role": "AXTextField", "description": null, "role_description": "text field", "value": "7 KB", "position": "964.00;8064.00", "size": "64;19", "children": []}, {"name": null, "role": "AXTextField", "description": null, "role_description": "text field", "value": "Store", "position": "1031.00;8064.00", "size": "64;19", "children": []}]}, {"name": null, "role": "AXRow", "description": null, "role_description": "outline row", "value": null, "position": "158.00;8084.00", "size": "953;21", "children": [{"name": null, "role": "AXGroup", "description": null, "role_description": "group", "value": null, "position": "168.00;8084.00", "size": "208;21", "children": [{"name": null, "role": "AXDisclosureTriangle", "description": null, "role_description": "disclosure triangle", "value": 0, "position": "209.00;8085.00", "size": "13;19", "children": []}, {"name": null, "role": "AXTextField", "description": null, "role_description": "text field", "value": "1213665", "position": "222.00;8085.00", "size": "152;19", "children": []}]}, {"name": null, "role": "AXTextField", "description": null, "role_description": "text field", "value": "2023-12-14 16:10:29", "position": "377.00;8085.00", "size": "115;19", "children": []}, {"name": null, "role": "AXTextField", "description": null, "role_description": "text field", "value": "5 KB", "position": "495.00;8085.00", "size": "64;19", "children": []}, {"name": null, "role": "AXTextField", "description": null, "role_description": "text field", "value": "Folder", "position": "562.00;8085.00", "size": "137;19", "children": []}, {"name": null, "role": "AXTextField", "description": null, "role_description": "text field", "value": "5 KB", "position": "702.00;8085.00", "size": "60;19", "children": []}, {"name": null, "role": "AXTextField", "description": null, "role_description": "text field", "value": "drwxr-xr-x", "position": "765.00;8085.00", "size": "62;19", "children": []}, {"name": null, "role": "AXStaticText", "description": null, "role_description": "text", "value": "", "position": "830.00;8085.00", "size": "64;19", "children": []}, {"name": null, "role": "AXTextField", "description": null, "role_description": "text field", "value": "", "position": "897.00;8085.00", "size": "64;19", "children": []}, {"name": null, "role": "AXTextField", "description": null, "role_description": "text field", "value": "5 KB", "position": "964.00;8085.00", "size": "64;19", "children": []}, {"name": null, "role": "AXTextField", "description": null, "role_description": "text field", "value": "Store", "position": "1031.00;8085.00", "size": "64;19", "children": []}]}, {"name": null, "role": "AXRow", "description": null, "role_description": "outline row", "value": null, "position": "158.00;8105.00", "size": "953;21", "children": [{"name": null, "role": "AXGroup", "description": null, "role_description": "group", "value": null, "position": "168.00;8105.00", "size": "208;21", "children": [{"name": null, "role": "AXDisclosureTriangle", "description": null, "role_description": "disclosure triangle", "value": 0, "position": "209.00;8106.00", "size": "13;19", "children": []}, {"name": null, "role": "AXTextField", "description": null, "role_description": "text field", "value": "1216317", "position": "222.00;8106.00", "size": "152;19", "children": []}]}, {"name": null, "role": "AXTextField", "description": null, "role_description": "text field", "value": "2023-12-14 16:10:32", "position": "377.00;8106.00", "size": "115;19", "children": []}, {"name": null, "role": "AXTextField", "description": null, "role_description": "text field", "value": "52 KB", "position": "495.00;8106.00", "size": "64;19", "children": []}, {"name": null, "role": "AXTextField", "description": null, "role_description": "text field", "value": "Folder", "position": "562.00;8106.00", "size": "137;19", "children": []}, {"name": null, "role": "AXTextField", "description": null, "role_description": "text field", "value": "50 KB", "position": "702.00;8106.00", "size": "60;19", "children": []}, {"name": null, "role": "AXTextField", "description": null, "role_description": "text field", "value": "drwxr-xr-x", "position": "765.00;8106.00", "size": "62;19", "children": []}, {"name": null, "role": "AXStaticText", "description": null, "role_description": "text", "value": "", "position": "830.00;8106.00", "size": "64;19", "children": []}, {"name": null, "role": "AXTextField", "description": null, "role_description": "text field", "value": "", "position": "897.00;8106.00", "size": "64;19", "children": []}, {"name": null, "role": "AXTextField", "description": null, "role_description": "text field", "value": "52 KB", "position": "964.00;8106.00", "size": "64;19", "children": []}, {"name": null, "role": "AXTextField", "description": null, "role_description": "text field", "value": "Store", "position": "1031.00;8106.00", "size": "64;19", "children": []}]}, {"name": null, "role": "AXRow", "description": null, "role_description": "outline row", "value": null, "position": "158.00;8126.00", "size": "953;21", "children": [{"name": null, "role": "AXGroup", "description": null, "role_description": "group", "value": null, "position": "168.00;8126.00", "size": "208;21", "children": [{"name": null, "role": "AXDisclosureTriangle", "description": null, "role_description": "disclosure triangle", "value": 0, "position": "209.00;8127.00", "size": "13;19", "children": []}, {"name": null, "role": "AXTextField", "description": null, "role_description": "text field", "value": "1213457", "position": "222.00;8127.00", "size": "152;19", "children": []}]}, {"name": null, "role": "AXTextField", "description": null, "role_description": "text field", "value": "2023-12-14 16:10:28", "position": "377.00;8127.00", "size": "115;19", "children": []}, {"name": null, "role": "AXTextField", "description": null, "role_description": "text field", "value": "6 KB", "position": "495.00;8127.00", "size": "64;19", "children": []}, {"name": null, "role": "AXTextField", "description": null, "role_description": "text field", "value": "Folder", "position": "562.00;8127.00", "size": "137;19", "children": []}, {"name": null, "role": "AXTextField", "description": null, "role_description": "text field", "value": "6 KB", "position": "702.00;8127.00", "size": "60;19", "children": []}, {"name": null, "role": "AXTextField", "description": null, "role_description": "text field", "value": "drwxr-xr-x", "position": "765.00;8127.00", "size": "62;19", "children": []}, {"name": null, "role": "AXStaticText", "description": null, "role_description": "text", "value": "", "position": "830.00;8127.00", "size": "64;19", "children": []}, {"name": null, "role": "AXTextField", "description": null, "role_description": "text field", "value": "", "position": "897.00;8127.00", "size": "64;19", "children": []}, {"name": null, "role": "AXTextField", "description": null, "role_description": "text field", "value": "6 KB", "position": "964.00;8127.00", "size": "64;19", "children": []}, {"name": null, "role": "AXTextField", "description": null, "role_description": "text field", "value": "Store", "position": "1031.00;8127.00", "size": "64;19", "children": []}]}, {"name": null, "role": "AXRow", "description": null, "role_description": "outline row", "value": null, "position": "158.00;8147.00", "size": "953;21", "children": [{"name": null, "role": "AXGroup", "description": null, "role_description": "group", "value": null, "position": "168.00;8147.00", "size": "208;21", "children": [{"name": null, "role": "AXDisclosureTriangle", "description": null, "role_description": "disclosure triangle", "value": 0, "position": "209.00;8148.00", "size": "13;19", "children": []}, {"name": null, "role": "AXTextField", "description": null, "role_description": "text field", "value": "1212585", "position": "222.00;8148.00", "size": "152;19", "children": []}]}, {"name": null, "role": "AXTextField", "description": null, "role_description": "text field", "value": "2023-12-14 16:10:29", "position": "377.00;8148.00", "size": "115;19", "children": []}, {"name": null, "role": "AXTextField", "description": null, "role_description": "text field", "value": "6 KB", "position": "495.00;8148.00", "size": "64;19", "children": []}, {"name": null, "role": "AXTextField", "description": null, "role_description": "text field", "value": "Folder", "position": "562.00;8148.00", "size": "137;19", "children": []}, {"name": null, "role": "AXTextField", "description": null, "role_description": "text field", "value": "6 KB", "position": "702.00;8148.00", "size": "60;19", "children": []}, {"name": null, "role": "AXTextField", "description": null, "role_description": "text field", "value": "drwxr-xr-x", "position": "765.00;8148.00", "size": "62;19", "children": []}, {"name": null, "role": "AXStaticText", "description": null, "role_description": "text", "value": "", "position": "830.00;8148.00", "size": "64;19", "children": []}, {"name": null, "role": "AXTextField", "description": null, "role_description": "text field", "value": "", "position": "897.00;8148.00", "size": "64;19", "children": []}, {"name": null, "role": "AXTextField", "description": null, "role_description": "text field", "value": "6 KB", "position": "964.00;8148.00", "size": "64;19", "children": []}, {"name": null, "role": "AXTextField", "description": null, "role_description": "text field", "value": "Store", "position": "1031.00;8148.00", "size": "64;19", "children": []}]}, {"name": null, "role": "AXRow", "description": null, "role_description": "outline row", "value": null, "position": "158.00;8168.00", "size": "953;21", "children": [{"name": null, "role": "AXGroup", "description": null, "role_description": "group", "value": null, "position": "168.00;8168.00", "size": "208;21", "children": [{"name": null, "role": "AXDisclosureTriangle", "description": null, "role_description": "disclosure triangle", "value": 0, "position": "209.00;8169.00", "size": "13;19", "children": []}, {"name": null, "role": "AXTextField", "description": null, "role_description": "text field", "value": "1218883", "position": "222.00;8169.00", "size": "152;19", "children": []}]}, {"name": null, "role": "AXTextField", "description": null, "role_description": "text field", "value": "2023-12-14 16:10:32", "position": "377.00;8169.00", "size": "115;19", "children": []}, {"name": null, "role": "AXTextField", "description": null, "role_description": "text field", "value": "5 KB", "position": "495.00;8169.00", "size": "64;19", "children": []}, {"name": null, "role": "AXTextField", "description": null, "role_description": "text field", "value": "Folder", "position": "562.00;8169.00", "size": "137;19", "children": []}, {"name": null, "role": "AXTextField", "description": null, "role_description": "text field", "value": "5 KB", "position": "702.00;8169.00", "size": "60;19", "children": []}, {"name": null, "role": "AXTextField", "description": null, "role_description": "text field", "value": "drwxr-xr-x", "position": "765.00;8169.00", "size": "62;19", "children": []}, {"name": null, "role": "AXStaticText", "description": null, "role_description": "text", "value": "", "position": "830.00;8169.00", "size": "64;19", "children": []}, {"name": null, "role": "AXTextField", "description": null, "role_description": "text field", "value": "", "position": "897.00;8169.00", "size": "64;19", "children": []}, {"name": null, "role": "AXTextField", "description": null, "role_description": "text field", "value": "5 KB", "position": "964.00;8169.00", "size": "64;19", "children": []}, {"name": null, "role": "AXTextField", "description": null, "role_description": "text field", "value": "Store", "position": "1031.00;8169.00", "size": "64;19", "children": []}]}, {"name": null, "role": "AXRow", "description": null, "role_description": "outline row", "value": null, "position": "158.00;8189.00", "size": "953;21", "children": [{"name": null, "role": "AXGroup", "description": null, "role_description": "group", "value": null, "position": "168.00;8189.00", "size": "208;21", "children": [{"name": null, "role": "AXDisclosureTriangle", "description": null, "role_description": "disclosure triangle", "value": 0, "position": "209.00;8190.00", "size": "13;19", "children": []}, {"name": null, "role": "AXTextField", "description": null, "role_description": "text field", "value": "1216125", "position": "222.00;8190.00", "size": "152;19", "children": []}]}, {"name": null, "role": "AXTextField", "description": null, "role_description": "text field", "value": "2023-12-14 16:10:30", "position": "377.00;8190.00", "size": "115;19", "children": []}, {"name": null, "role": "AXTextField", "description": null, "role_description": "text field", "value": "7 KB", "position": "495.00;8190.00", "size": "64;19", "children": []}, {"name": null, "role": "AXTextField", "description": null, "role_description": "text field", "value": "Folder", "position": "562.00;8190.00", "size": "137;19", "children": []}, {"name": null, "role": "AXTextField", "description": null, "role_description": "text field", "value": "6 KB", "position": "702.00;8190.00", "size": "60;19", "children": []}, {"name": null, "role": "AXTextField", "description": null, "role_description": "text field", "value": "drwxr-xr-x", "position": "765.00;8190.00", "size": "62;19", "children": []}, {"name": null, "role": "AXStaticText", "description": null, "role_description": "text", "value": "", "position": "830.00;8190.00", "size": "64;19", "children": []}, {"name": null, "role": "AXTextField", "description": null, "role_description": "text field", "value": "", "position": "897.00;8190.00", "size": "64;19", "children": []}, {"name": null, "role": "AXTextField", "description": null, "role_description": "text field", "value": "7 KB", "position": "964.00;8190.00", "size": "64;19", "children": []}, {"name": null, "role": "AXTextField", "description": null, "role_description": "text field", "value": "Store", "position": "1031.00;8190.00", "size": "64;19", "children": []}]}, {"name": null, "role": "AXRow", "description": null, "role_description": "outline row", "value": null, "position": "158.00;8210.00", "size": "953;21", "children": [{"name": null, "role": "AXGroup", "description": null, "role_description": "group", "value": null, "position": "168.00;8210.00", "size": "208;21", "children": [{"name": null, "role": "AXDisclosureTriangle", "description": null, "role_description": "disclosure triangle", "value": 0, "position": "209.00;8211.00", "size": "13;19", "children": []}, {"name": null, "role": "AXTextField", "description": null, "role_description": "text field", "value": "1214672", "position": "222.00;8211.00", "size": "152;19", "children": []}]}, {"name": null, "role": "AXTextField", "description": null, "role_description": "text field", "value": "2023-12-14 16:10:30", "position": "377.00;8211.00", "size": "115;19", "children": []}, {"name": null, "role": "AXTextField", "description": null, "role_description": "text field", "value": "7 KB", "position": "495.00;8211.00", "size": "64;19", "children": []}, {"name": null, "role": "AXTextField", "description": null, "role_description": "text field", "value": "Folder", "position": "562.00;8211.00", "size": "137;19", "children": []}, {"name": null, "role": "AXTextField", "description": null, "role_description": "text field", "value": "7 KB", "position": "702.00;8211.00", "size": "60;19", "children": []}, {"name": null, "role": "AXTextField", "description": null, "role_description": "text field", "value": "drwxr-xr-x", "position": "765.00;8211.00", "size": "62;19", "children": []}, {"name": null, "role": "AXStaticText", "description": null, "role_description": "text", "value": "", "position": "830.00;8211.00", "size": "64;19", "children": []}, {"name": null, "role": "AXTextField", "description": null, "role_description": "text field", "value": "", "position": "897.00;8211.00", "size": "64;19", "children": []}, {"name": null, "role": "AXTextField", "description": null, "role_description": "text field", "value": "7 KB", "position": "964.00;8211.00", "size": "64;19", "children": []}, {"name": null, "role": "AXTextField", "description": null, "role_description": "text field", "value": "Store", "position": "1031.00;8211.00", "size": "64;19", "children": []}]}, {"name": null, "role": "AXRow", "description": null, "role_description": "outline row", "value": null, "position": "158.00;8231.00", "size": "953;21", "children": [{"name": null, "role": "AXGroup", "description": null, "role_description": "group", "value": null, "position": "168.00;8231.00", "size": "208;21", "children": [{"name": null, "role": "AXDisclosureTriangle", "description": null, "role_description": "disclosure triangle", "value": 0, "position": "209.00;8232.00", "size": "13;19", "children": []}, {"name": null, "role": "AXTextField", "description": null, "role_description": "text field", "value": "1211300", "position": "222.00;8232.00", "size": "152;19", "children": []}]}, {"name": null, "role": "AXTextField", "description": null, "role_description": "text field", "value": "2023-12-14 16:10:31", "position": "377.00;8232.00", "size": "115;19", "children": []}, {"name": null, "role": "AXTextField", "description": null, "role_description": "text field", "value": "6 KB", "position": "495.00;8232.00", "size": "64;19", "children": []}, {"name": null, "role": "AXTextField", "description": null, "role_description": "text field", "value": "Folder", "position": "562.00;8232.00", "size": "137;19", "children": []}, {"name": null, "role": "AXTextField", "description": null, "role_description": "text field", "value": "6 KB", "position": "702.00;8232.00", "size": "60;19", "children": []}, {"name": null, "role": "AXTextField", "description": null, "role_description": "text field", "value": "drwxr-xr-x", "position": "765.00;8232.00", "size": "62;19", "children": []}, {"name": null, "role": "AXStaticText", "description": null, "role_description": "text", "value": "", "position": "830.00;8232.00", "size": "64;19", "children": []}, {"name": null, "role": "AXTextField", "description": null, "role_description": "text field", "value": "", "position": "897.00;8232.00", "size": "64;19", "children": []}, {"name": null, "role": "AXTextField", "description": null, "role_description": "text field", "value": "6 KB", "position": "964.00;8232.00", "size": "64;19", "children": []}, {"name": null, "role": "AXTextField", "description": null, "role_description": "text field", "value": "Store", "position": "1031.00;8232.00", "size": "64;19", "children": []}]}, {"name": null, "role": "AXRow", "description": null, "role_description": "outline row", "value": null, "position": "158.00;8252.00", "size": "953;21", "children": [{"name": null, "role": "AXGroup", "description": null, "role_description": "group", "value": null, "position": "168.00;8252.00", "size": "208;21", "children": [{"name": null, "role": "AXDisclosureTriangle", "description": null, "role_description": "disclosure triangle", "value": 0, "position": "209.00;8253.00", "size": "13;19", "children": []}, {"name": null, "role": "AXTextField", "description": null, "role_description": "text field", "value": "1216579", "position": "222.00;8253.00", "size": "152;19", "children": []}]}, {"name": null, "role": "AXTextField", "description": null, "role_description": "text field", "value": "2023-12-14 16:10:28", "position": "377.00;8253.00", "size": "115;19", "children": []}, {"name": null, "role": "AXTextField", "description": null, "role_description": "text field", "value": "6 KB", "position": "495.00;8253.00", "size": "64;19", "children": []}, {"name": null, "role": "AXTextField", "description": null, "role_description": "text field", "value": "Folder", "position": "562.00;8253.00", "size": "137;19", "children": []}, {"name": null, "role": "AXTextField", "description": null, "role_description": "text field", "value": "6 KB", "position": "702.00;8253.00", "size": "60;19", "children": []}, {"name": null, "role": "AXTextField", "description": null, "role_description": "text field", "value": "drwxr-xr-x", "position": "765.00;8253.00", "size": "62;19", "children": []}, {"name": null, "role": "AXStaticText", "description": null, "role_description": "text", "value": "", "position": "830.00;8253.00", "size": "64;19", "children": []}, {"name": null, "role": "AXTextField", "description": null, "role_description": "text field", "value": "", "position": "897.00;8253.00", "size": "64;19", "children": []}, {"name": null, "role": "AXTextField", "description": null, "role_description": "text field", "value": "6 KB", "position": "964.00;8253.00", "size": "64;19", "children": []}, {"name": null, "role": "AXTextField", "description": null, "role_description": "text field", "value": "Store", "position": "1031.00;8253.00", "size": "64;19", "children": []}]}, {"name": null, "role": "AXRow", "description": null, "role_description": "outline row", "value": null, "position": "158.00;8273.00", "size": "953;21", "children": [{"name": null, "role": "AXGroup", "description": null, "role_description": "group", "value": null, "position": "168.00;8273.00", "size": "208;21", "children": [{"name": null, "role": "AXDisclosureTriangle", "description": null, "role_description": "disclosure triangle", "value": 0, "position": "209.00;8274.00", "size": "13;19", "children": []}, {"name": null, "role": "AXTextField", "description": null, "role_description": "text field", "value": "1213837", "position": "222.00;8274.00", "size": "152;19", "children": []}]}, {"name": null, "role": "AXTextField", "description": null, "role_description": "text field", "value": "2023-12-14 16:10:26", "position": "377.00;8274.00", "size": "115;19", "children": []}, {"name": null, "role": "AXTextField", "description": null, "role_description": "text field", "value": "4 KB", "position": "495.00;8274.00", "size": "64;19", "children": []}, {"name": null, "role": "AXTextField", "description": null, "role_description": "text field", "value": "Folder", "position": "562.00;8274.00", "size": "137;19", "children": []}, {"name": null, "role": "AXTextField", "description": null, "role_description": "text field", "value": "4 KB", "position": "702.00;8274.00", "size": "60;19", "children": []}, {"name": null, "role": "AXTextField", "description": null, "role_description": "text field", "value": "drwxr-xr-x", "position": "765.00;8274.00", "size": "62;19", "children": []}, {"name": null, "role": "AXStaticText", "description": null, "role_description": "text", "value": "", "position": "830.00;8274.00", "size": "64;19", "children": []}, {"name": null, "role": "AXTextField", "description": null, "role_description": "text field", "value": "", "position": "897.00;8274.00", "size": "64;19", "children": []}, {"name": null, "role": "AXTextField", "description": null, "role_description": "text field", "value": "4 KB", "position": "964.00;8274.00", "size": "64;19", "children": []}, {"name": null, "role": "AXTextField", "description": null, "role_description": "text field", "value": "Store", "position": "1031.00;8274.00", "size": "64;19", "children": []}]}, {"name": null, "role": "AXRow", "description": null, "role_description": "outline row", "value": null, "position": "158.00;8294.00", "size": "953;21", "children": [{"name": null, "role": "AXGroup", "description": null, "role_description": "group", "value": null, "position": "168.00;8294.00", "size": "208;21", "children": [{"name": null, "role": "AXDisclosureTriangle", "description": null, "role_description": "disclosure triangle", "value": 0, "position": "209.00;8295.00", "size": "13;19", "children": []}, {"name": null, "role": "AXTextField", "description": null, "role_description": "text field", "value": "1213239", "position": "222.00;8295.00", "size": "152;19", "children": []}]}, {"name": null, "role": "AXTextField", "description": null, "role_description": "text field", "value": "2023-12-14 16:10:29", "position": "377.00;8295.00", "size": "115;19", "children": []}, {"name": null, "role": "AXTextField", "description": null, "role_description": "text field", "value": "9 KB", "position": "495.00;8295.00", "size": "64;19", "children": []}, {"name": null, "role": "AXTextField", "description": null, "role_description": "text field", "value": "Folder", "position": "562.00;8295.00", "size": "137;19", "children": []}, {"name": null, "role": "AXTextField", "description": null, "role_description": "text field", "value": "8 KB", "position": "702.00;8295.00", "size": "60;19", "children": []}, {"name": null, "role": "AXTextField", "description": null, "role_description": "text field", "value": "drwxr-xr-x", "position": "765.00;8295.00", "size": "62;19", "children": []}, {"name": null, "role": "AXStaticText", "description": null, "role_description": "text", "value": "", "position": "830.00;8295.00", "size": "64;19", "children": []}, {"name": null, "role": "AXTextField", "description": null, "role_description": "text field", "value": "", "position": "897.00;8295.00", "size": "64;19", "children": []}, {"name": null, "role": "AXTextField", "description": null, "role_description": "text field", "value": "9 KB", "position": "964.00;8295.00", "size": "64;19", "children": []}, {"name": null, "role": "AXTextField", "description": null, "role_description": "text field", "value": "Store", "position": "1031.00;8295.00", "size": "64;19", "children": []}]}, {"name": null, "role": "AXRow", "description": null, "role_description": "outline row", "value": null, "position": "158.00;8315.00", "size": "953;21", "children": [{"name": null, "role": "AXGroup", "description": null, "role_description": "group", "value": null, "position": "168.00;8315.00", "size": "208;21", "children": [{"name": null, "role": "AXDisclosureTriangle", "description": null, "role_description": "disclosure triangle", "value": 0, "position": "209.00;8316.00", "size": "13;19", "children": []}, {"name": null, "role": "AXTextField", "description": null, "role_description": "text field", "value": "1217699", "position": "222.00;8316.00", "size": "152;19", "children": []}]}, {"name": null, "role": "AXTextField", "description": null, "role_description": "text field", "value": "2023-12-14 16:10:26", "position": "377.00;8316.00", "size": "115;19", "children": []}, {"name": null, "role": "AXTextField", "description": null, "role_description": "text field", "value": "2 KB", "position": "495.00;8316.00", "size": "64;19", "children": []}, {"name": null, "role": "AXTextField", "description": null, "role_description": "text field", "value": "Folder", "position": "562.00;8316.00", "size": "137;19", "children": []}, {"name": null, "role": "AXTextField", "description": null, "role_description": "text field", "value": "2 KB", "position": "702.00;8316.00", "size": "60;19", "children": []}, {"name": null, "role": "AXTextField", "description": null, "role_description": "text field", "value": "drwxr-xr-x", "position": "765.00;8316.00", "size": "62;19", "children": []}, {"name": null, "role": "AXStaticText", "description": null, "role_description": "text", "value": "", "position": "830.00;8316.00", "size": "64;19", "children": []}, {"name": null, "role": "AXTextField", "description": null, "role_description": "text field", "value": "", "position": "897.00;8316.00", "size": "64;19", "children": []}, {"name": null, "role": "AXTextField", "description": null, "role_description": "text field", "value": "2 KB", "position": "964.00;8316.00", "size": "64;19", "children": []}, {"name": null, "role": "AXTextField", "description": null, "role_description": "text field", "value": "Store", "position": "1031.00;8316.00", "size": "64;19", "children": []}]}, {"name": null, "role": "AXRow", "description": null, "role_description": "outline row", "value": null, "position": "158.00;8336.00", "size": "953;21", "children": [{"name": null, "role": "AXGroup", "description": null, "role_description": "group", "value": null, "position": "168.00;8336.00", "size": "208;21", "children": [{"name": null, "role": "AXDisclosureTriangle", "description": null, "role_description": "disclosure triangle", "value": 0, "position": "209.00;8337.00", "size": "13;19", "children": []}, {"name": null, "role": "AXTextField", "description": null, "role_description": "text field", "value": "1214820", "position": "222.00;8337.00", "size": "152;19", "children": []}]}, {"name": null, "role": "AXTextField", "description": null, "role_description": "text field", "value": "2023-12-14 16:10:31", "position": "377.00;8337.00", "size": "115;19", "children": []}, {"name": null, "role": "AXTextField", "description": null, "role_description": "text field", "value": "5 KB", "position": "495.00;8337.00", "size": "64;19", "children": []}, {"name": null, "role": "AXTextField", "description": null, "role_description": "text field", "value": "Folder", "position": "562.00;8337.00", "size": "137;19", "children": []}, {"name": null, "role": "AXTextField", "description": null, "role_description": "text field", "value": "5 KB", "position": "702.00;8337.00", "size": "60;19", "children": []}, {"name": null, "role": "AXTextField", "description": null, "role_description": "text field", "value": "drwxr-xr-x", "position": "765.00;8337.00", "size": "62;19", "children": []}, {"name": null, "role": "AXStaticText", "description": null, "role_description": "text", "value": "", "position": "830.00;8337.00", "size": "64;19", "children": []}, {"name": null, "role": "AXTextField", "description": null, "role_description": "text field", "value": "", "position": "897.00;8337.00", "size": "64;19", "children": []}, {"name": null, "role": "AXTextField", "description": null, "role_description": "text field", "value": "5 KB", "position": "964.00;8337.00", "size": "64;19", "children": []}, {"name": null, "role": "AXTextField", "description": null, "role_description": "text field", "value": "Store", "position": "1031.00;8337.00", "size": "64;19", "children": []}]}, {"name": null, "role": "AXRow", "description": null, "role_description": "outline row", "value": null, "position": "158.00;8357.00", "size": "953;21", "children": [{"name": null, "role": "AXGroup", "description": null, "role_description": "group", "value": null, "position": "168.00;8357.00", "size": "208;21", "children": [{"name": null, "role": "AXDisclosureTriangle", "description": null, "role_description": "disclosure triangle", "value": 0, "position": "209.00;8358.00", "size": "13;19", "children": []}, {"name": null, "role": "AXTextField", "description": null, "role_description": "text field", "value": "1219367", "position": "222.00;8358.00", "size": "152;19", "children": []}]}, {"name": null, "role": "AXTextField", "description": null, "role_description": "text field", "value": "2023-12-14 16:10:30", "position": "377.00;8358.00", "size": "115;19", "children": []}, {"name": null, "role": "AXTextField", "description": null, "role_description": "text field", "value": "6 KB", "position": "495.00;8358.00", "size": "64;19", "children": []}, {"name": null, "role": "AXTextField", "description": null, "role_description": "text field", "value": "Folder", "position": "562.00;8358.00", "size": "137;19", "children": []}, {"name": null, "role": "AXTextField", "description": null, "role_description": "text field", "value": "6 KB", "position": "702.00;8358.00", "size": "60;19", "children": []}, {"name": null, "role": "AXTextField", "description": null, "role_description": "text field", "value": "drwxr-xr-x", "position": "765.00;8358.00", "size": "62;19", "children": []}, {"name": null, "role": "AXStaticText", "description": null, "role_description": "text", "value": "", "position": "830.00;8358.00", "size": "64;19", "children": []}, {"name": null, "role": "AXTextField", "description": null, "role_description": "text field", "value": "", "position": "897.00;8358.00", "size": "64;19", "children": []}, {"name": null, "role": "AXTextField", "description": null, "role_description": "text field", "value": "6 KB", "position": "964.00;8358.00", "size": "64;19", "children": []}, {"name": null, "role": "AXTextField", "description": null, "role_description": "text field", "value": "Store", "position": "1031.00;8358.00", "size": "64;19", "children": []}]}, {"name": null, "role": "AXRow", "description": null, "role_description": "outline row", "value": null, "position": "158.00;8378.00", "size": "953;21", "children": [{"name": null, "role": "AXGroup", "description": null, "role_description": "group", "value": null, "position": "168.00;8378.00", "size": "208;21", "children": [{"name": null, "role": "AXDisclosureTriangle", "description": null, "role_description": "disclosure triangle", "value": 0, "position": "209.00;8379.00", "size": "13;19", "children": []}, {"name": null, "role": "AXTextField", "description": null, "role_description": "text field", "value": "1211936", "position": "222.00;8379.00", "size": "152;19", "children": []}]}, {"name": null, "role": "AXTextField", "description": null, "role_description": "text field", "value": "2023-12-14 16:10:28", "position": "377.00;8379.00", "size": "115;19", "children": []}, {"name": null, "role": "AXTextField", "description": null, "role_description": "text field", "value": "5 KB", "position": "495.00;8379.00", "size": "64;19", "children": []}, {"name": null, "role": "AXTextField", "description": null, "role_description": "text field", "value": "Folder", "position": "562.00;8379.00", "size": "137;19", "children": []}, {"name": null, "role": "AXTextField", "description": null, "role_description": "text field", "value": "5 KB", "position": "702.00;8379.00", "size": "60;19", "children": []}, {"name": null, "role": "AXTextField", "description": null, "role_description": "text field", "value": "drwxr-xr-x", "position": "765.00;8379.00", "size": "62;19", "children": []}, {"name": null, "role": "AXStaticText", "description": null, "role_description": "text", "value": "", "position": "830.00;8379.00", "size": "64;19", "children": []}, {"name": null, "role": "AXTextField", "description": null, "role_description": "text field", "value": "", "position": "897.00;8379.00", "size": "64;19", "children": []}, {"name": null, "role": "AXTextField", "description": null, "role_description": "text field", "value": "5 KB", "position": "964.00;8379.00", "size": "64;19", "children": []}, {"name": null, "role": "AXTextField", "description": null, "role_description": "text field", "value": "Store", "position": "1031.00;8379.00", "size": "64;19", "children": []}]}, {"name": null, "role": "AXRow", "description": null, "role_description": "outline row", "value": null, "position": "158.00;8399.00", "size": "953;21", "children": [{"name": null, "role": "AXGroup", "description": null, "role_description": "group", "value": null, "position": "168.00;8399.00", "size": "208;21", "children": [{"name": null, "role": "AXDisclosureTriangle", "description": null, "role_description": "disclosure triangle", "value": 0, "position": "209.00;8400.00", "size": "13;19", "children": []}, {"name": null, "role": "AXTextField", "description": null, "role_description": "text field", "value": "1215798", "position": "222.00;8400.00", "size": "152;19", "children": []}]}, {"name": null, "role": "AXTextField", "description": null, "role_description": "text field", "value": "2023-12-14 16:10:28", "position": "377.00;8400.00", "size": "115;19", "children": []}, {"name": null, "role": "AXTextField", "description": null, "role_description": "text field", "value": "42 KB", "position": "495.00;8400.00", "size": "64;19", "children": []}, {"name": null, "role": "AXTextField", "description": null, "role_description": "text field", "value": "Folder", "position": "562.00;8400.00", "size": "137;19", "children": []}, {"name": null, "role": "AXTextField", "description": null, "role_description": "text field", "value": "41 KB", "position": "702.00;8400.00", "size": "60;19", "children": []}, {"name": null, "role": "AXTextField", "description": null, "role_description": "text field", "value": "drwxr-xr-x", "position": "765.00;8400.00", "size": "62;19", "children": []}, {"name": null, "role": "AXStaticText", "description": null, "role_description": "text", "value": "", "position": "830.00;8400.00", "size": "64;19", "children": []}, {"name": null, "role": "AXTextField", "description": null, "role_description": "text field", "value": "", "position": "897.00;8400.00", "size": "64;19", "children": []}, {"name": null, "role": "AXTextField", "description": null, "role_description": "text field", "value": "42 KB", "position": "964.00;8400.00", "size": "64;19", "children": []}, {"name": null, "role": "AXTextField", "description": null, "role_description": "text field", "value": "Store", "position": "1031.00;8400.00", "size": "64;19", "children": []}]}, {"name": null, "role": "AXRow", "description": null, "role_description": "outline row", "value": null, "position": "158.00;8420.00", "size": "953;21", "children": [{"name": null, "role": "AXGroup", "description": null, "role_description": "group", "value": null, "position": "168.00;8420.00", "size": "208;21", "children": [{"name": null, "role": "AXDisclosureTriangle", "description": null, "role_description": "disclosure triangle", "value": 0, "position": "209.00;8421.00", "size": "13;19", "children": []}, {"name": null, "role": "AXTextField", "description": null, "role_description": "text field", "value": "1218087", "position": "222.00;8421.00", "size": "152;19", "children": []}]}, {"name": null, "role": "AXTextField", "description": null, "role_description": "text field", "value": "2023-12-14 16:10:29", "position": "377.00;8421.00", "size": "115;19", "children": []}, {"name": null, "role": "AXTextField", "description": null, "role_description": "text field", "value": "5 KB", "position": "495.00;8421.00", "size": "64;19", "children": []}, {"name": null, "role": "AXTextField", "description": null, "role_description": "text field", "value": "Folder", "position": "562.00;8421.00", "size": "137;19", "children": []}, {"name": null, "role": "AXTextField", "description": null, "role_description": "text field", "value": "5 KB", "position": "702.00;8421.00", "size": "60;19", "children": []}, {"name": null, "role": "AXTextField", "description": null, "role_description": "text field", "value": "drwxr-xr-x", "position": "765.00;8421.00", "size": "62;19", "children": []}, {"name": null, "role": "AXStaticText", "description": null, "role_description": "text", "value": "", "position": "830.00;8421.00", "size": "64;19", "children": []}, {"name": null, "role": "AXTextField", "description": null, "role_description": "text field", "value": "", "position": "897.00;8421.00", "size": "64;19", "children": []}, {"name": null, "role": "AXTextField", "description": null, "role_description": "text field", "value": "5 KB", "position": "964.00;8421.00", "size": "64;19", "children": []}, {"name": null, "role": "AXTextField", "description": null, "role_description": "text field", "value": "Store", "position": "1031.00;8421.00", "size": "64;19", "children": []}]}, {"name": null, "role": "AXRow", "description": null, "role_description": "outline row", "value": null, "position": "158.00;8441.00", "size": "953;21", "children": [{"name": null, "role": "AXGroup", "description": null, "role_description": "group", "value": null, "position": "168.00;8441.00", "size": "208;21", "children": [{"name": null, "role": "AXDisclosureTriangle", "description": null, "role_description": "disclosure triangle", "value": 0, "position": "209.00;8442.00", "size": "13;19", "children": []}, {"name": null, "role": "AXTextField", "description": null, "role_description": "text field", "value": "1216921", "position": "222.00;8442.00", "size": "152;19", "children": []}]}, {"name": null, "role": "AXTextField", "description": null, "role_description": "text field", "value": "2023-12-14 16:10:26", "position": "377.00;8442.00", "size": "115;19", "children": []}, {"name": null, "role": "AXTextField", "description": null, "role_description": "text field", "value": "4 KB", "position": "495.00;8442.00", "size": "64;19", "children": []}, {"name": null, "role": "AXTextField", "description": null, "role_description": "text field", "value": "Folder", "position": "562.00;8442.00", "size": "137;19", "children": []}, {"name": null, "role": "AXTextField", "description": null, "role_description": "text field", "value": "4 KB", "position": "702.00;8442.00", "size": "60;19", "children": []}, {"name": null, "role": "AXTextField", "description": null, "role_description": "text field", "value": "drwxr-xr-x", "position": "765.00;8442.00", "size": "62;19", "children": []}, {"name": null, "role": "AXStaticText", "description": null, "role_description": "text", "value": "", "position": "830.00;8442.00", "size": "64;19", "children": []}, {"name": null, "role": "AXTextField", "description": null, "role_description": "text field", "value": "", "position": "897.00;8442.00", "size": "64;19", "children": []}, {"name": null, "role": "AXTextField", "description": null, "role_description": "text field", "value": "4 KB", "position": "964.00;8442.00", "size": "64;19", "children": []}, {"name": null, "role": "AXTextField", "description": null, "role_description": "text field", "value": "Store", "position": "1031.00;8442.00", "size": "64;19", "children": []}]}, {"name": null, "role": "AXRow", "description": null, "role_description": "outline row", "value": null, "position": "158.00;8462.00", "size": "953;21", "children": [{"name": null, "role": "AXGroup", "description": null, "role_description": "group", "value": null, "position": "168.00;8462.00", "size": "208;21", "children": [{"name": null, "role": "AXDisclosureTriangle", "description": null, "role_description": "disclosure triangle", "value": 0, "position": "209.00;8463.00", "size": "13;19", "children": []}, {"name": null, "role": "AXTextField", "description": null, "role_description": "text field", "value": "1219969", "position": "222.00;8463.00", "size": "152;19", "children": []}]}, {"name": null, "role": "AXTextField", "description": null, "role_description": "text field", "value": "2023-12-14 16:10:27", "position": "377.00;8463.00", "size": "115;19", "children": []}, {"name": null, "role": "AXTextField", "description": null, "role_description": "text field", "value": "4 KB", "position": "495.00;8463.00", "size": "64;19", "children": []}, {"name": null, "role": "AXTextField", "description": null, "role_description": "text field", "value": "Folder", "position": "562.00;8463.00", "size": "137;19", "children": []}, {"name": null, "role": "AXTextField", "description": null, "role_description": "text field", "value": "4 KB", "position": "702.00;8463.00", "size": "60;19", "children": []}, {"name": null, "role": "AXTextField", "description": null, "role_description": "text field", "value": "drwxr-xr-x", "position": "765.00;8463.00", "size": "62;19", "children": []}, {"name": null, "role": "AXStaticText", "description": null, "role_description": "text", "value": "", "position": "830.00;8463.00", "size": "64;19", "children": []}, {"name": null, "role": "AXTextField", "description": null, "role_description": "text field", "value": "", "position": "897.00;8463.00", "size": "64;19", "children": []}, {"name": null, "role": "AXTextField", "description": null, "role_description": "text field", "value": "4 KB", "position": "964.00;8463.00", "size": "64;19", "children": []}, {"name": null, "role": "AXTextField", "description": null, "role_description": "text field", "value": "Store", "position": "1031.00;8463.00", "size": "64;19", "children": []}]}, {"name": null, "role": "AXRow", "description": null, "role_description": "outline row", "value": null, "position": "158.00;8483.00", "size": "953;21", "children": [{"name": null, "role": "AXGroup", "description": null, "role_description": "group", "value": null, "position": "168.00;8483.00", "size": "208;21", "children": [{"name": null, "role": "AXDisclosureTriangle", "description": null, "role_description": "disclosure triangle", "value": 0, "position": "209.00;8484.00", "size": "13;19", "children": []}, {"name": null, "role": "AXTextField", "description": null, "role_description": "text field", "value": "1217807", "position": "222.00;8484.00", "size": "152;19", "children": []}]}, {"name": null, "role": "AXTextField", "description": null, "role_description": "text field", "value": "2023-12-14 16:10:30", "position": "377.00;8484.00", "size": "115;19", "children": []}, {"name": null, "role": "AXTextField", "description": null, "role_description": "text field", "value": "5 KB", "position": "495.00;8484.00", "size": "64;19", "children": []}, {"name": null, "role": "AXTextField", "description": null, "role_description": "text field", "value": "Folder", "position": "562.00;8484.00", "size": "137;19", "children": []}, {"name": null, "role": "AXTextField", "description": null, "role_description": "text field", "value": "5 KB", "position": "702.00;8484.00", "size": "60;19", "children": []}, {"name": null, "role": "AXTextField", "description": null, "role_description": "text field", "value": "drwxr-xr-x", "position": "765.00;8484.00", "size": "62;19", "children": []}, {"name": null, "role": "AXStaticText", "description": null, "role_description": "text", "value": "", "position": "830.00;8484.00", "size": "64;19", "children": []}, {"name": null, "role": "AXTextField", "description": null, "role_description": "text field", "value": "", "position": "897.00;8484.00", "size": "64;19", "children": []}, {"name": null, "role": "AXTextField", "description": null, "role_description": "text field", "value": "5 KB", "position": "964.00;8484.00", "size": "64;19", "children": []}, {"name": null, "role": "AXTextField", "description": null, "role_description": "text field", "value": "Store", "position": "1031.00;8484.00", "size": "64;19", "children": []}]}, {"name": null, "role": "AXRow", "description": null, "role_description": "outline row", "value": null, "position": "158.00;8504.00", "size": "953;21", "children": [{"name": null, "role": "AXGroup", "description": null, "role_description": "group", "value": null, "position": "168.00;8504.00", "size": "208;21", "children": [{"name": null, "role": "AXDisclosureTriangle", "description": null, "role_description": "disclosure triangle", "value": 0, "position": "209.00;8505.00", "size": "13;19", "children": []}, {"name": null, "role": "AXTextField", "description": null, "role_description": "text field", "value": "1218073", "position": "222.00;8505.00", "size": "152;19", "children": []}]}, {"name": null, "role": "AXTextField", "description": null, "role_description": "text field", "value": "2023-12-14 16:10:27", "position": "377.00;8505.00", "size": "115;19", "children": []}, {"name": null, "role": "AXTextField", "description": null, "role_description": "text field", "value": "6 KB", "position": "495.00;8505.00", "size": "64;19", "children": []}, {"name": null, "role": "AXTextField", "description": null, "role_description": "text field", "value": "Folder", "position": "562.00;8505.00", "size": "137;19", "children": []}, {"name": null, "role": "AXTextField", "description": null, "role_description": "text field", "value": "6 KB", "position": "702.00;8505.00", "size": "60;19", "children": []}, {"name": null, "role": "AXTextField", "description": null, "role_description": "text field", "value": "drwxr-xr-x", "position": "765.00;8505.00", "size": "62;19", "children": []}, {"name": null, "role": "AXStaticText", "description": null, "role_description": "text", "value": "", "position": "830.00;8505.00", "size": "64;19", "children": []}, {"name": null, "role": "AXTextField", "description": null, "role_description": "text field", "value": "", "position": "897.00;8505.00", "size": "64;19", "children": []}, {"name": null, "role": "AXTextField", "description": null, "role_description": "text field", "value": "6 KB", "position": "964.00;8505.00", "size": "64;19", "children": []}, {"name": null, "role": "AXTextField", "description": null, "role_description": "text field", "value": "Store", "position": "1031.00;8505.00", "size": "64;19", "children": []}]}, {"name": null, "role": "AXRow", "description": null, "role_description": "outline row", "value": null, "position": "158.00;8525.00", "size": "953;21", "children": [{"name": null, "role": "AXGroup", "description": null, "role_description": "group", "value": null, "position": "168.00;8525.00", "size": "208;21", "children": [{"name": null, "role": "AXDisclosureTriangle", "description": null, "role_description": "disclosure triangle", "value": 0, "position": "209.00;8526.00", "size": "13;19", "children": []}, {"name": null, "role": "AXTextField", "description": null, "role_description": "text field", "value": "1212549", "position": "222.00;8526.00", "size": "152;19", "children": []}]}, {"name": null, "role": "AXTextField", "description": null, "role_description": "text field", "value": "2023-12-14 16:10:26", "position": "377.00;8526.00", "size": "115;19", "children": []}, {"name": null, "role": "AXTextField", "description": null, "role_description": "text field", "value": "3 KB", "position": "495.00;8526.00", "size": "64;19", "children": []}, {"name": null, "role": "AXTextField", "description": null, "role_description": "text field", "value": "Folder", "position": "562.00;8526.00", "size": "137;19", "children": []}, {"name": null, "role": "AXTextField", "description": null, "role_description": "text field", "value": "3 KB", "position": "702.00;8526.00", "size": "60;19", "children": []}, {"name": null, "role": "AXTextField", "description": null, "role_description": "text field", "value": "drwxr-xr-x", "position": "765.00;8526.00", "size": "62;19", "children": []}, {"name": null, "role": "AXStaticText", "description": null, "role_description": "text", "value": "", "position": "830.00;8526.00", "size": "64;19", "children": []}, {"name": null, "role": "AXTextField", "description": null, "role_description": "text field", "value": "", "position": "897.00;8526.00", "size": "64;19", "children": []}, {"name": null, "role": "AXTextField", "description": null, "role_description": "text field", "value": "3 KB", "position": "964.00;8526.00", "size": "64;19", "children": []}, {"name": null, "role": "AXTextField", "description": null, "role_description": "text field", "value": "Store", "position": "1031.00;8526.00", "size": "64;19", "children": []}]}, {"name": null, "role": "AXRow", "description": null, "role_description": "outline row", "value": null, "position": "158.00;8546.00", "size": "953;21", "children": [{"name": null, "role": "AXGroup", "description": null, "role_description": "group", "value": null, "position": "168.00;8546.00", "size": "208;21", "children": [{"name": null, "role": "AXDisclosureTriangle", "description": null, "role_description": "disclosure triangle", "value": 0, "position": "209.00;8547.00", "size": "13;19", "children": []}, {"name": null, "role": "AXTextField", "description": null, "role_description": "text field", "value": "1212911", "position": "222.00;8547.00", "size": "152;19", "children": []}]}, {"name": null, "role": "AXTextField", "description": null, "role_description": "text field", "value": "2023-12-14 16:10:28", "position": "377.00;8547.00", "size": "115;19", "children": []}, {"name": null, "role": "AXTextField", "description": null, "role_description": "text field", "value": "13 KB", "position": "495.00;8547.00", "size": "64;19", "children": []}, {"name": null, "role": "AXTextField", "description": null, "role_description": "text field", "value": "Folder", "position": "562.00;8547.00", "size": "137;19", "children": []}, {"name": null, "role": "AXTextField", "description": null, "role_description": "text field", "value": "13 KB", "position": "702.00;8547.00", "size": "60;19", "children": []}, {"name": null, "role": "AXTextField", "description": null, "role_description": "text field", "value": "drwxr-xr-x", "position": "765.00;8547.00", "size": "62;19", "children": []}, {"name": null, "role": "AXStaticText", "description": null, "role_description": "text", "value": "", "position": "830.00;8547.00", "size": "64;19", "children": []}, {"name": null, "role": "AXTextField", "description": null, "role_description": "text field", "value": "", "position": "897.00;8547.00", "size": "64;19", "children": []}, {"name": null, "role": "AXTextField", "description": null, "role_description": "text field", "value": "13 KB", "position": "964.00;8547.00", "size": "64;19", "children": []}, {"name": null, "role": "AXTextField", "description": null, "role_description": "text field", "value": "Store", "position": "1031.00;8547.00", "size": "64;19", "children": []}]}, {"name": null, "role": "AXRow", "description": null, "role_description": "outline row", "value": null, "position": "158.00;8567.00", "size": "953;21", "children": [{"name": null, "role": "AXGroup", "description": null, "role_description": "group", "value": null, "position": "168.00;8567.00", "size": "208;21", "children": [{"name": null, "role": "AXDisclosureTriangle", "description": null, "role_description": "disclosure triangle", "value": 0, "position": "209.00;8568.00", "size": "13;19", "children": []}, {"name": null, "role": "AXTextField", "description": null, "role_description": "text field", "value": "1218625", "position": "222.00;8568.00", "size": "152;19", "children": []}]}, {"name": null, "role": "AXTextField", "description": null, "role_description": "text field", "value": "2023-12-14 16:10:29", "position": "377.00;8568.00", "size": "115;19", "children": []}, {"name": null, "role": "AXTextField", "description": null, "role_description": "text field", "value": "7 KB", "position": "495.00;8568.00", "size": "64;19", "children": []}, {"name": null, "role": "AXTextField", "description": null, "role_description": "text field", "value": "Folder", "position": "562.00;8568.00", "size": "137;19", "children": []}, {"name": null, "role": "AXTextField", "description": null, "role_description": "text field", "value": "7 KB", "position": "702.00;8568.00", "size": "60;19", "children": []}, {"name": null, "role": "AXTextField", "description": null, "role_description": "text field", "value": "drwxr-xr-x", "position": "765.00;8568.00", "size": "62;19", "children": []}, {"name": null, "role": "AXStaticText", "description": null, "role_description": "text", "value": "", "position": "830.00;8568.00", "size": "64;19", "children": []}, {"name": null, "role": "AXTextField", "description": null, "role_description": "text field", "value": "", "position": "897.00;8568.00", "size": "64;19", "children": []}, {"name": null, "role": "AXTextField", "description": null, "role_description": "text field", "value": "7 KB", "position": "964.00;8568.00", "size": "64;19", "children": []}, {"name": null, "role": "AXTextField", "description": null, "role_description": "text field", "value": "Store", "position": "1031.00;8568.00", "size": "64;19", "children": []}]}, {"name": null, "role": "AXRow", "description": null, "role_description": "outline row", "value": null, "position": "158.00;8588.00", "size": "953;21", "children": [{"name": null, "role": "AXGroup", "description": null, "role_description": "group", "value": null, "position": "168.00;8588.00", "size": "208;21", "children": [{"name": null, "role": "AXDisclosureTriangle", "description": null, "role_description": "disclosure triangle", "value": 0, "position": "209.00;8589.00", "size": "13;19", "children": []}, {"name": null, "role": "AXTextField", "description": null, "role_description": "text field", "value": "1210448", "position": "222.00;8589.00", "size": "152;19", "children": []}]}, {"name": null, "role": "AXTextField", "description": null, "role_description": "text field", "value": "2023-12-14 16:10:26", "position": "377.00;8589.00", "size": "115;19", "children": []}, {"name": null, "role": "AXTextField", "description": null, "role_description": "text field", "value": "3 KB", "position": "495.00;8589.00", "size": "64;19", "children": []}, {"name": null, "role": "AXTextField", "description": null, "role_description": "text field", "value": "Folder", "position": "562.00;8589.00", "size": "137;19", "children": []}, {"name": null, "role": "AXTextField", "description": null, "role_description": "text field", "value": "3 KB", "position": "702.00;8589.00", "size": "60;19", "children": []}, {"name": null, "role": "AXTextField", "description": null, "role_description": "text field", "value": "drwxr-xr-x", "position": "765.00;8589.00", "size": "62;19", "children": []}, {"name": null, "role": "AXStaticText", "description": null, "role_description": "text", "value": "", "position": "830.00;8589.00", "size": "64;19", "children": []}, {"name": null, "role": "AXTextField", "description": null, "role_description": "text field", "value": "", "position": "897.00;8589.00", "size": "64;19", "children": []}, {"name": null, "role": "AXTextField", "description": null, "role_description": "text field", "value": "3 KB", "position": "964.00;8589.00", "size": "64;19", "children": []}, {"name": null, "role": "AXTextField", "description": null, "role_description": "text field", "value": "Store", "position": "1031.00;8589.00", "size": "64;19", "children": []}]}, {"name": null, "role": "AXRow", "description": null, "role_description": "outline row", "value": null, "position": "158.00;8609.00", "size": "953;21", "children": [{"name": null, "role": "AXGroup", "description": null, "role_description": "group", "value": null, "position": "168.00;8609.00", "size": "208;21", "children": [{"name": null, "role": "AXDisclosureTriangle", "description": null, "role_description": "disclosure triangle", "value": 0, "position": "209.00;8610.00", "size": "13;19", "children": []}, {"name": null, "role": "AXTextField", "description": null, "role_description": "text field", "value": "1215906", "position": "222.00;8610.00", "size": "152;19", "children": []}]}, {"name": null, "role": "AXTextField", "description": null, "role_description": "text field", "value": "2023-12-14 16:10:26", "position": "377.00;8610.00", "size": "115;19", "children": []}, {"name": null, "role": "AXTextField", "description": null, "role_description": "text field", "value": "4 KB", "position": "495.00;8610.00", "size": "64;19", "children": []}, {"name": null, "role": "AXTextField", "description": null, "role_description": "text field", "value": "Folder", "position": "562.00;8610.00", "size": "137;19", "children": []}, {"name": null, "role": "AXTextField", "description": null, "role_description": "text field", "value": "4 KB", "position": "702.00;8610.00", "size": "60;19", "children": []}, {"name": null, "role": "AXTextField", "description": null, "role_description": "text field", "value": "drwxr-xr-x", "position": "765.00;8610.00", "size": "62;19", "children": []}, {"name": null, "role": "AXStaticText", "description": null, "role_description": "text", "value": "", "position": "830.00;8610.00", "size": "64;19", "children": []}, {"name": null, "role": "AXTextField", "description": null, "role_description": "text field", "value": "", "position": "897.00;8610.00", "size": "64;19", "children": []}, {"name": null, "role": "AXTextField", "description": null, "role_description": "text field", "value": "4 KB", "position": "964.00;8610.00", "size": "64;19", "children": []}, {"name": null, "role": "AXTextField", "description": null, "role_description": "text field", "value": "Store", "position": "1031.00;8610.00", "size": "64;19", "children": []}]}, {"name": null, "role": "AXRow", "description": null, "role_description": "outline row", "value": null, "position": "158.00;8630.00", "size": "953;21", "children": [{"name": null, "role": "AXGroup", "description": null, "role_description": "group", "value": null, "position": "168.00;8630.00", "size": "208;21", "children": [{"name": null, "role": "AXDisclosureTriangle", "description": null, "role_description": "disclosure triangle", "value": 0, "position": "209.00;8631.00", "size": "13;19", "children": []}, {"name": null, "role": "AXTextField", "description": null, "role_description": "text field", "value": "1213450", "position": "222.00;8631.00", "size": "152;19", "children": []}]}, {"name": null, "role": "AXTextField", "description": null, "role_description": "text field", "value": "2023-12-14 16:10:26", "position": "377.00;8631.00", "size": "115;19", "children": []}, {"name": null, "role": "AXTextField", "description": null, "role_description": "text field", "value": "9 KB", "position": "495.00;8631.00", "size": "64;19", "children": []}, {"name": null, "role": "AXTextField", "description": null, "role_description": "text field", "value": "Folder", "position": "562.00;8631.00", "size": "137;19", "children": []}, {"name": null, "role": "AXTextField", "description": null, "role_description": "text field", "value": "9 KB", "position": "702.00;8631.00", "size": "60;19", "children": []}, {"name": null, "role": "AXTextField", "description": null, "role_description": "text field", "value": "drwxr-xr-x", "position": "765.00;8631.00", "size": "62;19", "children": []}, {"name": null, "role": "AXStaticText", "description": null, "role_description": "text", "value": "", "position": "830.00;8631.00", "size": "64;19", "children": []}, {"name": null, "role": "AXTextField", "description": null, "role_description": "text field", "value": "", "position": "897.00;8631.00", "size": "64;19", "children": []}, {"name": null, "role": "AXTextField", "description": null, "role_description": "text field", "value": "9 KB", "position": "964.00;8631.00", "size": "64;19", "children": []}, {"name": null, "role": "AXTextField", "description": null, "role_description": "text field", "value": "Store", "position": "1031.00;8631.00", "size": "64;19", "children": []}]}, {"name": null, "role": "AXRow", "description": null, "role_description": "outline row", "value": null, "position": "158.00;8651.00", "size": "953;21", "children": [{"name": null, "role": "AXGroup", "description": null, "role_description": "group", "value": null, "position": "168.00;8651.00", "size": "208;21", "children": [{"name": null, "role": "AXDisclosureTriangle", "description": null, "role_description": "disclosure triangle", "value": 0, "position": "209.00;8652.00", "size": "13;19", "children": []}, {"name": null, "role": "AXTextField", "description": null, "role_description": "text field", "value": "1212582", "position": "222.00;8652.00", "size": "152;19", "children": []}]}, {"name": null, "role": "AXTextField", "description": null, "role_description": "text field", "value": "2023-12-14 16:10:27", "position": "377.00;8652.00", "size": "115;19", "children": []}, {"name": null, "role": "AXTextField", "description": null, "role_description": "text field", "value": "6 KB", "position": "495.00;8652.00", "size": "64;19", "children": []}, {"name": null, "role": "AXTextField", "description": null, "role_description": "text field", "value": "Folder", "position": "562.00;8652.00", "size": "137;19", "children": []}, {"name": null, "role": "AXTextField", "description": null, "role_description": "text field", "value": "6 KB", "position": "702.00;8652.00", "size": "60;19", "children": []}, {"name": null, "role": "AXTextField", "description": null, "role_description": "text field", "value": "drwxr-xr-x", "position": "765.00;8652.00", "size": "62;19", "children": []}, {"name": null, "role": "AXStaticText", "description": null, "role_description": "text", "value": "", "position": "830.00;8652.00", "size": "64;19", "children": []}, {"name": null, "role": "AXTextField", "description": null, "role_description": "text field", "value": "", "position": "897.00;8652.00", "size": "64;19", "children": []}, {"name": null, "role": "AXTextField", "description": null, "role_description": "text field", "value": "6 KB", "position": "964.00;8652.00", "size": "64;19", "children": []}, {"name": null, "role": "AXTextField", "description": null, "role_description": "text field", "value": "Store", "position": "1031.00;8652.00", "size": "64;19", "children": []}]}, {"name": null, "role": "AXRow", "description": null, "role_description": "outline row", "value": null, "position": "158.00;8672.00", "size": "953;21", "children": [{"name": null, "role": "AXGroup", "description": null, "role_description": "group", "value": null, "position": "168.00;8672.00", "size": "208;21", "children": [{"name": null, "role": "AXDisclosureTriangle", "description": null, "role_description": "disclosure triangle", "value": 0, "position": "209.00;8673.00", "size": "13;19", "children": []}, {"name": null, "role": "AXTextField", "description": null, "role_description": "text field", "value": "1218884", "position": "222.00;8673.00", "size": "152;19", "children": []}]}, {"name": null, "role": "AXTextField", "description": null, "role_description": "text field", "value": "2023-12-14 16:10:27", "position": "377.00;8673.00", "size": "115;19", "children": []}, {"name": null, "role": "AXTextField", "description": null, "role_description": "text field", "value": "5 KB", "position": "495.00;8673.00", "size": "64;19", "children": []}, {"name": null, "role": "AXTextField", "description": null, "role_description": "text field", "value": "Folder", "position": "562.00;8673.00", "size": "137;19", "children": []}, {"name": null, "role": "AXTextField", "description": null, "role_description": "text field", "value": "5 KB", "position": "702.00;8673.00", "size": "60;19", "children": []}, {"name": null, "role": "AXTextField", "description": null, "role_description": "text field", "value": "drwxr-xr-x", "position": "765.00;8673.00", "size": "62;19", "children": []}, {"name": null, "role": "AXStaticText", "description": null, "role_description": "text", "value": "", "position": "830.00;8673.00", "size": "64;19", "children": []}, {"name": null, "role": "AXTextField", "description": null, "role_description": "text field", "value": "", "position": "897.00;8673.00", "size": "64;19", "children": []}, {"name": null, "role": "AXTextField", "description": null, "role_description": "text field", "value": "5 KB", "position": "964.00;8673.00", "size": "64;19", "children": []}, {"name": null, "role": "AXTextField", "description": null, "role_description": "text field", "value": "Store", "position": "1031.00;8673.00", "size": "64;19", "children": []}]}, {"name": null, "role": "AXRow", "description": null, "role_description": "outline row", "value": null, "position": "158.00;8693.00", "size": "953;21", "children": [{"name": null, "role": "AXGroup", "description": null, "role_description": "group", "value": null, "position": "168.00;8693.00", "size": "208;21", "children": [{"name": null, "role": "AXDisclosureTriangle", "description": null, "role_description": "disclosure triangle", "value": 0, "position": "209.00;8694.00", "size": "13;19", "children": []}, {"name": null, "role": "AXTextField", "description": null, "role_description": "text field", "value": "1219956", "position": "222.00;8694.00", "size": "152;19", "children": []}]}, {"name": null, "role": "AXTextField", "description": null, "role_description": "text field", "value": "2023-12-14 16:10:31", "position": "377.00;8694.00", "size": "115;19", "children": []}, {"name": null, "role": "AXTextField", "description": null, "role_description": "text field", "value": "5 KB", "position": "495.00;8694.00", "size": "64;19", "children": []}, {"name": null, "role": "AXTextField", "description": null, "role_description": "text field", "value": "Folder", "position": "562.00;8694.00", "size": "137;19", "children": []}, {"name": null, "role": "AXTextField", "description": null, "role_description": "text field", "value": "5 KB", "position": "702.00;8694.00", "size": "60;19", "children": []}, {"name": null, "role": "AXTextField", "description": null, "role_description": "text field", "value": "drwxr-xr-x", "position": "765.00;8694.00", "size": "62;19", "children": []}, {"name": null, "role": "AXStaticText", "description": null, "role_description": "text", "value": "", "position": "830.00;8694.00", "size": "64;19", "children": []}, {"name": null, "role": "AXTextField", "description": null, "role_description": "text field", "value": "", "position": "897.00;8694.00", "size": "64;19", "children": []}, {"name": null, "role": "AXTextField", "description": null, "role_description": "text field", "value": "5 KB", "position": "964.00;8694.00", "size": "64;19", "children": []}, {"name": null, "role": "AXTextField", "description": null, "role_description": "text field", "value": "Store", "position": "1031.00;8694.00", "size": "64;19", "children": []}]}, {"name": null, "role": "AXRow", "description": null, "role_description": "outline row", "value": null, "position": "158.00;8714.00", "size": "953;21", "children": [{"name": null, "role": "AXGroup", "description": null, "role_description": "group", "value": null, "position": "168.00;8714.00", "size": "208;21", "children": [{"name": null, "role": "AXDisclosureTriangle", "description": null, "role_description": "disclosure triangle", "value": 0, "position": "209.00;8715.00", "size": "13;19", "children": []}, {"name": null, "role": "AXTextField", "description": null, "role_description": "text field", "value": "1214675", "position": "222.00;8715.00", "size": "152;19", "children": []}]}, {"name": null, "role": "AXTextField", "description": null, "role_description": "text field", "value": "2023-12-14 16:10:28", "position": "377.00;8715.00", "size": "115;19", "children": []}, {"name": null, "role": "AXTextField", "description": null, "role_description": "text field", "value": "3 KB", "position": "495.00;8715.00", "size": "64;19", "children": []}, {"name": null, "role": "AXTextField", "description": null, "role_description": "text field", "value": "Folder", "position": "562.00;8715.00", "size": "137;19", "children": []}, {"name": null, "role": "AXTextField", "description": null, "role_description": "text field", "value": "3 KB", "position": "702.00;8715.00", "size": "60;19", "children": []}, {"name": null, "role": "AXTextField", "description": null, "role_description": "text field", "value": "drwxr-xr-x", "position": "765.00;8715.00", "size": "62;19", "children": []}, {"name": null, "role": "AXStaticText", "description": null, "role_description": "text", "value": "", "position": "830.00;8715.00", "size": "64;19", "children": []}, {"name": null, "role": "AXTextField", "description": null, "role_description": "text field", "value": "", "position": "897.00;8715.00", "size": "64;19", "children": []}, {"name": null, "role": "AXTextField", "description": null, "role_description": "text field", "value": "3 KB", "position": "964.00;8715.00", "size": "64;19", "children": []}, {"name": null, "role": "AXTextField", "description": null, "role_description": "text field", "value": "Store", "position": "1031.00;8715.00", "size": "64;19", "children": []}]}, {"name": null, "role": "AXRow", "description": null, "role_description": "outline row", "value": null, "position": "158.00;8735.00", "size": "953;21", "children": [{"name": null, "role": "AXGroup", "description": null, "role_description": "group", "value": null, "position": "168.00;8735.00", "size": "208;21", "children": [{"name": null, "role": "AXDisclosureTriangle", "description": null, "role_description": "disclosure triangle", "value": 0, "position": "209.00;8736.00", "size": "13;19", "children": []}, {"name": null, "role": "AXTextField", "description": null, "role_description": "text field", "value": "1211909", "position": "222.00;8736.00", "size": "152;19", "children": []}]}, {"name": null, "role": "AXTextField", "description": null, "role_description": "text field", "value": "2023-12-14 16:10:29", "position": "377.00;8736.00", "size": "115;19", "children": []}, {"name": null, "role": "AXTextField", "description": null, "role_description": "text field", "value": "9 KB", "position": "495.00;8736.00", "size": "64;19", "children": []}, {"name": null, "role": "AXTextField", "description": null, "role_description": "text field", "value": "Folder", "position": "562.00;8736.00", "size": "137;19", "children": []}, {"name": null, "role": "AXTextField", "description": null, "role_description": "text field", "value": "9 KB", "position": "702.00;8736.00", "size": "60;19", "children": []}, {"name": null, "role": "AXTextField", "description": null, "role_description": "text field", "value": "drwxr-xr-x", "position": "765.00;8736.00", "size": "62;19", "children": []}, {"name": null, "role": "AXStaticText", "description": null, "role_description": "text", "value": "", "position": "830.00;8736.00", "size": "64;19", "children": []}, {"name": null, "role": "AXTextField", "description": null, "role_description": "text field", "value": "", "position": "897.00;8736.00", "size": "64;19", "children": []}, {"name": null, "role": "AXTextField", "description": null, "role_description": "text field", "value": "9 KB", "position": "964.00;8736.00", "size": "64;19", "children": []}, {"name": null, "role": "AXTextField", "description": null, "role_description": "text field", "value": "Store", "position": "1031.00;8736.00", "size": "64;19", "children": []}]}, {"name": null, "role": "AXRow", "description": null, "role_description": "outline row", "value": null, "position": "158.00;8756.00", "size": "953;21", "children": [{"name": null, "role": "AXGroup", "description": null, "role_description": "group", "value": null, "position": "168.00;8756.00", "size": "208;21", "children": [{"name": null, "role": "AXDisclosureTriangle", "description": null, "role_description": "disclosure triangle", "value": 0, "position": "209.00;8757.00", "size": "13;19", "children": []}, {"name": null, "role": "AXTextField", "description": null, "role_description": "text field", "value": "1215595", "position": "222.00;8757.00", "size": "152;19", "children": []}]}, {"name": null, "role": "AXTextField", "description": null, "role_description": "text field", "value": "2023-12-14 16:10:32", "position": "377.00;8757.00", "size": "115;19", "children": []}, {"name": null, "role": "AXTextField", "description": null, "role_description": "text field", "value": "4 KB", "position": "495.00;8757.00", "size": "64;19", "children": []}, {"name": null, "role": "AXTextField", "description": null, "role_description": "text field", "value": "Folder", "position": "562.00;8757.00", "size": "137;19", "children": []}, {"name": null, "role": "AXTextField", "description": null, "role_description": "text field", "value": "4 KB", "position": "702.00;8757.00", "size": "60;19", "children": []}, {"name": null, "role": "AXTextField", "description": null, "role_description": "text field", "value": "drwxr-xr-x", "position": "765.00;8757.00", "size": "62;19", "children": []}, {"name": null, "role": "AXStaticText", "description": null, "role_description": "text", "value": "", "position": "830.00;8757.00", "size": "64;19", "children": []}, {"name": null, "role": "AXTextField", "description": null, "role_description": "text field", "value": "", "position": "897.00;8757.00", "size": "64;19", "children": []}, {"name": null, "role": "AXTextField", "description": null, "role_description": "text field", "value": "4 KB", "position": "964.00;8757.00", "size": "64;19", "children": []}, {"name": null, "role": "AXTextField", "description": null, "role_description": "text field", "value": "Store", "position": "1031.00;8757.00", "size": "64;19", "children": []}]}, {"name": null, "role": "AXRow", "description": null, "role_description": "outline row", "value": null, "position": "158.00;8777.00", "size": "953;21", "children": [{"name": null, "role": "AXGroup", "description": null, "role_description": "group", "value": null, "position": "168.00;8777.00", "size": "208;21", "children": [{"name": null, "role": "AXDisclosureTriangle", "description": null, "role_description": "disclosure triangle", "value": 0, "position": "209.00;8778.00", "size": "13;19", "children": []}, {"name": null, "role": "AXTextField", "description": null, "role_description": "text field", "value": "1214447", "position": "222.00;8778.00", "size": "152;19", "children": []}]}, {"name": null, "role": "AXTextField", "description": null, "role_description": "text field", "value": "2023-12-14 16:10:31", "position": "377.00;8778.00", "size": "115;19", "children": []}, {"name": null, "role": "AXTextField", "description": null, "role_description": "text field", "value": "5 KB", "position": "495.00;8778.00", "size": "64;19", "children": []}, {"name": null, "role": "AXTextField", "description": null, "role_description": "text field", "value": "Folder", "position": "562.00;8778.00", "size": "137;19", "children": []}, {"name": null, "role": "AXTextField", "description": null, "role_description": "text field", "value": "5 KB", "position": "702.00;8778.00", "size": "60;19", "children": []}, {"name": null, "role": "AXTextField", "description": null, "role_description": "text field", "value": "drwxr-xr-x", "position": "765.00;8778.00", "size": "62;19", "children": []}, {"name": null, "role": "AXStaticText", "description": null, "role_description": "text", "value": "", "position": "830.00;8778.00", "size": "64;19", "children": []}, {"name": null, "role": "AXTextField", "description": null, "role_description": "text field", "value": "", "position": "897.00;8778.00", "size": "64;19", "children": []}, {"name": null, "role": "AXTextField", "description": null, "role_description": "text field", "value": "5 KB", "position": "964.00;8778.00", "size": "64;19", "children": []}, {"name": null, "role": "AXTextField", "description": null, "role_description": "text field", "value": "Store", "position": "1031.00;8778.00", "size": "64;19", "children": []}]}, {"name": null, "role": "AXRow", "description": null, "role_description": "outline row", "value": null, "position": "158.00;8798.00", "size": "953;21", "children": [{"name": null, "role": "AXGroup", "description": null, "role_description": "group", "value": null, "position": "168.00;8798.00", "size": "208;21", "children": [{"name": null, "role": "AXDisclosureTriangle", "description": null, "role_description": "disclosure triangle", "value": 0, "position": "209.00;8799.00", "size": "13;19", "children": []}, {"name": null, "role": "AXTextField", "description": null, "role_description": "text field", "value": "1211135", "position": "222.00;8799.00", "size": "152;19", "children": []}]}, {"name": null, "role": "AXTextField", "description": null, "role_description": "text field", "value": "2023-12-14 16:10:26", "position": "377.00;8799.00", "size": "115;19", "children": []}, {"name": null, "role": "AXTextField", "description": null, "role_description": "text field", "value": "7 KB", "position": "495.00;8799.00", "size": "64;19", "children": []}, {"name": null, "role": "AXTextField", "description": null, "role_description": "text field", "value": "Folder", "position": "562.00;8799.00", "size": "137;19", "children": []}, {"name": null, "role": "AXTextField", "description": null, "role_description": "text field", "value": "7 KB", "position": "702.00;8799.00", "size": "60;19", "children": []}, {"name": null, "role": "AXTextField", "description": null, "role_description": "text field", "value": "drwxr-xr-x", "position": "765.00;8799.00", "size": "62;19", "children": []}, {"name": null, "role": "AXStaticText", "description": null, "role_description": "text", "value": "", "position": "830.00;8799.00", "size": "64;19", "children": []}, {"name": null, "role": "AXTextField", "description": null, "role_description": "text field", "value": "", "position": "897.00;8799.00", "size": "64;19", "children": []}, {"name": null, "role": "AXTextField", "description": null, "role_description": "text field", "value": "7 KB", "position": "964.00;8799.00", "size": "64;19", "children": []}, {"name": null, "role": "AXTextField", "description": null, "role_description": "text field", "value": "Store", "position": "1031.00;8799.00", "size": "64;19", "children": []}]}, {"name": null, "role": "AXRow", "description": null, "role_description": "outline row", "value": null, "position": "158.00;8819.00", "size": "953;21", "children": [{"name": null, "role": "AXGroup", "description": null, "role_description": "group", "value": null, "position": "168.00;8819.00", "size": "208;21", "children": [{"name": null, "role": "AXDisclosureTriangle", "description": null, "role_description": "disclosure triangle", "value": 0, "position": "209.00;8820.00", "size": "13;19", "children": []}, {"name": null, "role": "AXTextField", "description": null, "role_description": "text field", "value": "1213662", "position": "222.00;8820.00", "size": "152;19", "children": []}]}, {"name": null, "role": "AXTextField", "description": null, "role_description": "text field", "value": "2023-12-14 16:10:26", "position": "377.00;8820.00", "size": "115;19", "children": []}, {"name": null, "role": "AXTextField", "description": null, "role_description": "text field", "value": "5 KB", "position": "495.00;8820.00", "size": "64;19", "children": []}, {"name": null, "role": "AXTextField", "description": null, "role_description": "text field", "value": "Folder", "position": "562.00;8820.00", "size": "137;19", "children": []}, {"name": null, "role": "AXTextField", "description": null, "role_description": "text field", "value": "5 KB", "position": "702.00;8820.00", "size": "60;19", "children": []}, {"name": null, "role": "AXTextField", "description": null, "role_description": "text field", "value": "drwxr-xr-x", "position": "765.00;8820.00", "size": "62;19", "children": []}, {"name": null, "role": "AXStaticText", "description": null, "role_description": "text", "value": "", "position": "830.00;8820.00", "size": "64;19", "children": []}, {"name": null, "role": "AXTextField", "description": null, "role_description": "text field", "value": "", "position": "897.00;8820.00", "size": "64;19", "children": []}, {"name": null, "role": "AXTextField", "description": null, "role_description": "text field", "value": "5 KB", "position": "964.00;8820.00", "size": "64;19", "children": []}, {"name": null, "role": "AXTextField", "description": null, "role_description": "text field", "value": "Store", "position": "1031.00;8820.00", "size": "64;19", "children": []}]}, {"name": null, "role": "AXRow", "description": null, "role_description": "outline row", "value": null, "position": "158.00;8840.00", "size": "953;21", "children": [{"name": null, "role": "AXGroup", "description": null, "role_description": "group", "value": null, "position": "168.00;8840.00", "size": "208;21", "children": [{"name": null, "role": "AXDisclosureTriangle", "description": null, "role_description": "disclosure triangle", "value": 0, "position": "209.00;8841.00", "size": "13;19", "children": []}, {"name": null, "role": "AXTextField", "description": null, "role_description": "text field", "value": "1219358", "position": "222.00;8841.00", "size": "152;19", "children": []}]}, {"name": null, "role": "AXTextField", "description": null, "role_description": "text field", "value": "2023-12-14 16:10:30", "position": "377.00;8841.00", "size": "115;19", "children": []}, {"name": null, "role": "AXTextField", "description": null, "role_description": "text field", "value": "4 KB", "position": "495.00;8841.00", "size": "64;19", "children": []}, {"name": null, "role": "AXTextField", "description": null, "role_description": "text field", "value": "Folder", "position": "562.00;8841.00", "size": "137;19", "children": []}, {"name": null, "role": "AXTextField", "description": null, "role_description": "text field", "value": "4 KB", "position": "702.00;8841.00", "size": "60;19", "children": []}, {"name": null, "role": "AXTextField", "description": null, "role_description": "text field", "value": "drwxr-xr-x", "position": "765.00;8841.00", "size": "62;19", "children": []}, {"name": null, "role": "AXStaticText", "description": null, "role_description": "text", "value": "", "position": "830.00;8841.00", "size": "64;19", "children": []}, {"name": null, "role": "AXTextField", "description": null, "role_description": "text field", "value": "", "position": "897.00;8841.00", "size": "64;19", "children": []}, {"name": null, "role": "AXTextField", "description": null, "role_description": "text field", "value": "4 KB", "position": "964.00;8841.00", "size": "64;19", "children": []}, {"name": null, "role": "AXTextField", "description": null, "role_description": "text field", "value": "Store", "position": "1031.00;8841.00", "size": "64;19", "children": []}]}, {"name": null, "role": "AXRow", "description": null, "role_description": "outline row", "value": null, "position": "158.00;8861.00", "size": "953;21", "children": [{"name": null, "role": "AXGroup", "description": null, "role_description": "group", "value": null, "position": "168.00;8861.00", "size": "208;21", "children": [{"name": null, "role": "AXDisclosureTriangle", "description": null, "role_description": "disclosure triangle", "value": 0, "position": "209.00;8862.00", "size": "13;19", "children": []}, {"name": null, "role": "AXTextField", "description": null, "role_description": "text field", "value": "1216310", "position": "222.00;8862.00", "size": "152;19", "children": []}]}, {"name": null, "role": "AXTextField", "description": null, "role_description": "text field", "value": "2023-12-14 16:10:31", "position": "377.00;8862.00", "size": "115;19", "children": []}, {"name": null, "role": "AXTextField", "description": null, "role_description": "text field", "value": "4 KB", "position": "495.00;8862.00", "size": "64;19", "children": []}, {"name": null, "role": "AXTextField", "description": null, "role_description": "text field", "value": "Folder", "position": "562.00;8862.00", "size": "137;19", "children": []}, {"name": null, "role": "AXTextField", "description": null, "role_description": "text field", "value": "4 KB", "position": "702.00;8862.00", "size": "60;19", "children": []}, {"name": null, "role": "AXTextField", "description": null, "role_description": "text field", "value": "drwxr-xr-x", "position": "765.00;8862.00", "size": "62;19", "children": []}, {"name": null, "role": "AXStaticText", "description": null, "role_description": "text", "value": "", "position": "830.00;8862.00", "size": "64;19", "children": []}, {"name": null, "role": "AXTextField", "description": null, "role_description": "text field", "value": "", "position": "897.00;8862.00", "size": "64;19", "children": []}, {"name": null, "role": "AXTextField", "description": null, "role_description": "text field", "value": "4 KB", "position": "964.00;8862.00", "size": "64;19", "children": []}, {"name": null, "role": "AXTextField", "description": null, "role_description": "text field", "value": "Store", "position": "1031.00;8862.00", "size": "64;19", "children": []}]}, {"name": null, "role": "AXRow", "description": null, "role_description": "outline row", "value": null, "position": "158.00;8882.00", "size": "953;21", "children": [{"name": null, "role": "AXGroup", "description": null, "role_description": "group", "value": null, "position": "168.00;8882.00", "size": "208;21", "children": [{"name": null, "role": "AXDisclosureTriangle", "description": null, "role_description": "disclosure triangle", "value": 0, "position": "209.00;8883.00", "size": "13;19", "children": []}, {"name": null, "role": "AXTextField", "description": null, "role_description": "text field", "value": "1214023", "position": "222.00;8883.00", "size": "152;19", "children": []}]}, {"name": null, "role": "AXTextField", "description": null, "role_description": "text field", "value": "2023-12-14 16:10:29", "position": "377.00;8883.00", "size": "115;19", "children": []}, {"name": null, "role": "AXTextField", "description": null, "role_description": "text field", "value": "5 KB", "position": "495.00;8883.00", "size": "64;19", "children": []}, {"name": null, "role": "AXTextField", "description": null, "role_description": "text field", "value": "Folder", "position": "562.00;8883.00", "size": "137;19", "children": []}, {"name": null, "role": "AXTextField", "description": null, "role_description": "text field", "value": "5 KB", "position": "702.00;8883.00", "size": "60;19", "children": []}, {"name": null, "role": "AXTextField", "description": null, "role_description": "text field", "value": "drwxr-xr-x", "position": "765.00;8883.00", "size": "62;19", "children": []}, {"name": null, "role": "AXStaticText", "description": null, "role_description": "text", "value": "", "position": "830.00;8883.00", "size": "64;19", "children": []}, {"name": null, "role": "AXTextField", "description": null, "role_description": "text field", "value": "", "position": "897.00;8883.00", "size": "64;19", "children": []}, {"name": null, "role": "AXTextField", "description": null, "role_description": "text field", "value": "5 KB", "position": "964.00;8883.00", "size": "64;19", "children": []}, {"name": null, "role": "AXTextField", "description": null, "role_description": "text field", "value": "Store", "position": "1031.00;8883.00", "size": "64;19", "children": []}]}, {"name": null, "role": "AXRow", "description": null, "role_description": "outline row", "value": null, "position": "158.00;8903.00", "size": "953;21", "children": [{"name": null, "role": "AXGroup", "description": null, "role_description": "group", "value": null, "position": "168.00;8903.00", "size": "208;21", "children": [{"name": null, "role": "AXDisclosureTriangle", "description": null, "role_description": "disclosure triangle", "value": 0, "position": "209.00;8904.00", "size": "13;19", "children": []}, {"name": null, "role": "AXTextField", "description": null, "role_description": "text field", "value": "1213206", "position": "222.00;8904.00", "size": "152;19", "children": []}]}, {"name": null, "role": "AXTextField", "description": null, "role_description": "text field", "value": "2023-12-14 16:10:32", "position": "377.00;8904.00", "size": "115;19", "children": []}, {"name": null, "role": "AXTextField", "description": null, "role_description": "text field", "value": "7 KB", "position": "495.00;8904.00", "size": "64;19", "children": []}, {"name": null, "role": "AXTextField", "description": null, "role_description": "text field", "value": "Folder", "position": "562.00;8904.00", "size": "137;19", "children": []}, {"name": null, "role": "AXTextField", "description": null, "role_description": "text field", "value": "6 KB", "position": "702.00;8904.00", "size": "60;19", "children": []}, {"name": null, "role": "AXTextField", "description": null, "role_description": "text field", "value": "drwxr-xr-x", "position": "765.00;8904.00", "size": "62;19", "children": []}, {"name": null, "role": "AXStaticText", "description": null, "role_description": "text", "value": "", "position": "830.00;8904.00", "size": "64;19", "children": []}, {"name": null, "role": "AXTextField", "description": null, "role_description": "text field", "value": "", "position": "897.00;8904.00", "size": "64;19", "children": []}, {"name": null, "role": "AXTextField", "description": null, "role_description": "text field", "value": "7 KB", "position": "964.00;8904.00", "size": "64;19", "children": []}, {"name": null, "role": "AXTextField", "description": null, "role_description": "text field", "value": "Store", "position": "1031.00;8904.00", "size": "64;19", "children": []}]}, {"name": null, "role": "AXRow", "description": null, "role_description": "outline row", "value": null, "position": "158.00;8924.00", "size": "953;21", "children": [{"name": null, "role": "AXGroup", "description": null, "role_description": "group", "value": null, "position": "168.00;8924.00", "size": "208;21", "children": [{"name": null, "role": "AXDisclosureTriangle", "description": null, "role_description": "disclosure triangle", "value": 0, "position": "209.00;8925.00", "size": "13;19", "children": []}, {"name": null, "role": "AXTextField", "description": null, "role_description": "text field", "value": "1216774", "position": "222.00;8925.00", "size": "152;19", "children": []}]}, {"name": null, "role": "AXTextField", "description": null, "role_description": "text field", "value": "2023-12-14 16:10:29", "position": "377.00;8925.00", "size": "115;19", "children": []}, {"name": null, "role": "AXTextField", "description": null, "role_description": "text field", "value": "5 KB", "position": "495.00;8925.00", "size": "64;19", "children": []}, {"name": null, "role": "AXTextField", "description": null, "role_description": "text field", "value": "Folder", "position": "562.00;8925.00", "size": "137;19", "children": []}, {"name": null, "role": "AXTextField", "description": null, "role_description": "text field", "value": "5 KB", "position": "702.00;8925.00", "size": "60;19", "children": []}, {"name": null, "role": "AXTextField", "description": null, "role_description": "text field", "value": "drwxr-xr-x", "position": "765.00;8925.00", "size": "62;19", "children": []}, {"name": null, "role": "AXStaticText", "description": null, "role_description": "text", "value": "", "position": "830.00;8925.00", "size": "64;19", "children": []}, {"name": null, "role": "AXTextField", "description": null, "role_description": "text field", "value": "", "position": "897.00;8925.00", "size": "64;19", "children": []}, {"name": null, "role": "AXTextField", "description": null, "role_description": "text field", "value": "5 KB", "position": "964.00;8925.00", "size": "64;19", "children": []}, {"name": null, "role": "AXTextField", "description": null, "role_description": "text field", "value": "Store", "position": "1031.00;8925.00", "size": "64;19", "children": []}]}, {"name": null, "role": "AXRow", "description": null, "role_description": "outline row", "value": null, "position": "158.00;8945.00", "size": "953;21", "children": [{"name": null, "role": "AXGroup", "description": null, "role_description": "group", "value": null, "position": "168.00;8945.00", "size": "208;21", "children": [{"name": null, "role": "AXDisclosureTriangle", "description": null, "role_description": "disclosure triangle", "value": 0, "position": "209.00;8946.00", "size": "13;19", "children": []}, {"name": null, "role": "AXTextField", "description": null, "role_description": "text field", "value": "1213034", "position": "222.00;8946.00", "size": "152;19", "children": []}]}, {"name": null, "role": "AXTextField", "description": null, "role_description": "text field", "value": "2023-12-14 16:10:27", "position": "377.00;8946.00", "size": "115;19", "children": []}, {"name": null, "role": "AXTextField", "description": null, "role_description": "text field", "value": "5 KB", "position": "495.00;8946.00", "size": "64;19", "children": []}, {"name": null, "role": "AXTextField", "description": null, "role_description": "text field", "value": "Folder", "position": "562.00;8946.00", "size": "137;19", "children": []}, {"name": null, "role": "AXTextField", "description": null, "role_description": "text field", "value": "5 KB", "position": "702.00;8946.00", "size": "60;19", "children": []}, {"name": null, "role": "AXTextField", "description": null, "role_description": "text field", "value": "drwxr-xr-x", "position": "765.00;8946.00", "size": "62;19", "children": []}, {"name": null, "role": "AXStaticText", "description": null, "role_description": "text", "value": "", "position": "830.00;8946.00", "size": "64;19", "children": []}, {"name": null, "role": "AXTextField", "description": null, "role_description": "text field", "value": "", "position": "897.00;8946.00", "size": "64;19", "children": []}, {"name": null, "role": "AXTextField", "description": null, "role_description": "text field", "value": "5 KB", "position": "964.00;8946.00", "size": "64;19", "children": []}, {"name": null, "role": "AXTextField", "description": null, "role_description": "text field", "value": "Store", "position": "1031.00;8946.00", "size": "64;19", "children": []}]}, {"name": null, "role": "AXRow", "description": null, "role_description": "outline row", "value": null, "position": "158.00;8966.00", "size": "953;21", "children": [{"name": null, "role": "AXGroup", "description": null, "role_description": "group", "value": null, "position": "168.00;8966.00", "size": "208;21", "children": [{"name": null, "role": "AXDisclosureTriangle", "description": null, "role_description": "disclosure triangle", "value": 0, "position": "209.00;8967.00", "size": "13;19", "children": []}, {"name": null, "role": "AXTextField", "description": null, "role_description": "text field", "value": "1216546", "position": "222.00;8967.00", "size": "152;19", "children": []}]}, {"name": null, "role": "AXTextField", "description": null, "role_description": "text field", "value": "2023-12-14 16:10:30", "position": "377.00;8967.00", "size": "115;19", "children": []}, {"name": null, "role": "AXTextField", "description": null, "role_description": "text field", "value": "4 KB", "position": "495.00;8967.00", "size": "64;19", "children": []}, {"name": null, "role": "AXTextField", "description": null, "role_description": "text field", "value": "Folder", "position": "562.00;8967.00", "size": "137;19", "children": []}, {"name": null, "role": "AXTextField", "description": null, "role_description": "text field", "value": "4 KB", "position": "702.00;8967.00", "size": "60;19", "children": []}, {"name": null, "role": "AXTextField", "description": null, "role_description": "text field", "value": "drwxr-xr-x", "position": "765.00;8967.00", "size": "62;19", "children": []}, {"name": null, "role": "AXStaticText", "description": null, "role_description": "text", "value": "", "position": "830.00;8967.00", "size": "64;19", "children": []}, {"name": null, "role": "AXTextField", "description": null, "role_description": "text field", "value": "", "position": "897.00;8967.00", "size": "64;19", "children": []}, {"name": null, "role": "AXTextField", "description": null, "role_description": "text field", "value": "4 KB", "position": "964.00;8967.00", "size": "64;19", "children": []}, {"name": null, "role": "AXTextField", "description": null, "role_description": "text field", "value": "Store", "position": "1031.00;8967.00", "size": "64;19", "children": []}]}, {"name": null, "role": "AXRow", "description": null, "role_description": "outline row", "value": null, "position": "158.00;8987.00", "size": "953;21", "children": [{"name": null, "role": "AXGroup", "description": null, "role_description": "group", "value": null, "position": "168.00;8987.00", "size": "208;21", "children": [{"name": null, "role": "AXDisclosureTriangle", "description": null, "role_description": "disclosure triangle", "value": 0, "position": "209.00;8988.00", "size": "13;19", "children": []}, {"name": null, "role": "AXTextField", "description": null, "role_description": "text field", "value": "1213808", "position": "222.00;8988.00", "size": "152;19", "children": []}]}, {"name": null, "role": "AXTextField", "description": null, "role_description": "text field", "value": "2023-12-14 16:10:29", "position": "377.00;8988.00", "size": "115;19", "children": []}, {"name": null, "role": "AXTextField", "description": null, "role_description": "text field", "value": "5 KB", "position": "495.00;8988.00", "size": "64;19", "children": []}, {"name": null, "role": "AXTextField", "description": null, "role_description": "text field", "value": "Folder", "position": "562.00;8988.00", "size": "137;19", "children": []}, {"name": null, "role": "AXTextField", "description": null, "role_description": "text field", "value": "4 KB", "position": "702.00;8988.00", "size": "60;19", "children": []}, {"name": null, "role": "AXTextField", "description": null, "role_description": "text field", "value": "drwxr-xr-x", "position": "765.00;8988.00", "size": "62;19", "children": []}, {"name": null, "role": "AXStaticText", "description": null, "role_description": "text", "value": "", "position": "830.00;8988.00", "size": "64;19", "children": []}, {"name": null, "role": "AXTextField", "description": null, "role_description": "text field", "value": "", "position": "897.00;8988.00", "size": "64;19", "children": []}, {"name": null, "role": "AXTextField", "description": null, "role_description": "text field", "value": "5 KB", "position": "964.00;8988.00", "size": "64;19", "children": []}, {"name": null, "role": "AXTextField", "description": null, "role_description": "text field", "value": "Store", "position": "1031.00;8988.00", "size": "64;19", "children": []}]}, {"name": null, "role": "AXRow", "description": null, "role_description": "outline row", "value": null, "position": "158.00;9008.00", "size": "953;21", "children": [{"name": null, "role": "AXGroup", "description": null, "role_description": "group", "value": null, "position": "168.00;9008.00", "size": "208;21", "children": [{"name": null, "role": "AXDisclosureTriangle", "description": null, "role_description": "disclosure triangle", "value": 0, "position": "209.00;9009.00", "size": "13;19", "children": []}, {"name": null, "role": "AXTextField", "description": null, "role_description": "text field", "value": "1210477", "position": "222.00;9009.00", "size": "152;19", "children": []}]}, {"name": null, "role": "AXTextField", "description": null, "role_description": "text field", "value": "2023-12-14 16:10:26", "position": "377.00;9009.00", "size": "115;19", "children": []}, {"name": null, "role": "AXTextField", "description": null, "role_description": "text field", "value": "3 KB", "position": "495.00;9009.00", "size": "64;19", "children": []}, {"name": null, "role": "AXTextField", "description": null, "role_description": "text field", "value": "Folder", "position": "562.00;9009.00", "size": "137;19", "children": []}, {"name": null, "role": "AXTextField", "description": null, "role_description": "text field", "value": "2 KB", "position": "702.00;9009.00", "size": "60;19", "children": []}, {"name": null, "role": "AXTextField", "description": null, "role_description": "text field", "value": "drwxr-xr-x", "position": "765.00;9009.00", "size": "62;19", "children": []}, {"name": null, "role": "AXStaticText", "description": null, "role_description": "text", "value": "", "position": "830.00;9009.00", "size": "64;19", "children": []}, {"name": null, "role": "AXTextField", "description": null, "role_description": "text field", "value": "", "position": "897.00;9009.00", "size": "64;19", "children": []}, {"name": null, "role": "AXTextField", "description": null, "role_description": "text field", "value": "3 KB", "position": "964.00;9009.00", "size": "64;19", "children": []}, {"name": null, "role": "AXTextField", "description": null, "role_description": "text field", "value": "Store", "position": "1031.00;9009.00", "size": "64;19", "children": []}]}, {"name": null, "role": "AXRow", "description": null, "role_description": "outline row", "value": null, "position": "158.00;9029.00", "size": "953;21", "children": [{"name": null, "role": "AXGroup", "description": null, "role_description": "group", "value": null, "position": "168.00;9029.00", "size": "208;21", "children": [{"name": null, "role": "AXDisclosureTriangle", "description": null, "role_description": "disclosure triangle", "value": 0, "position": "209.00;9030.00", "size": "13;19", "children": []}, {"name": null, "role": "AXTextField", "description": null, "role_description": "text field", "value": "1212320", "position": "222.00;9030.00", "size": "152;19", "children": []}]}, {"name": null, "role": "AXTextField", "description": null, "role_description": "text field", "value": "2023-12-14 16:10:29", "position": "377.00;9030.00", "size": "115;19", "children": []}, {"name": null, "role": "AXTextField", "description": null, "role_description": "text field", "value": "6 KB", "position": "495.00;9030.00", "size": "64;19", "children": []}, {"name": null, "role": "AXTextField", "description": null, "role_description": "text field", "value": "Folder", "position": "562.00;9030.00", "size": "137;19", "children": []}, {"name": null, "role": "AXTextField", "description": null, "role_description": "text field", "value": "6 KB", "position": "702.00;9030.00", "size": "60;19", "children": []}, {"name": null, "role": "AXTextField", "description": null, "role_description": "text field", "value": "drwxr-xr-x", "position": "765.00;9030.00", "size": "62;19", "children": []}, {"name": null, "role": "AXStaticText", "description": null, "role_description": "text", "value": "", "position": "830.00;9030.00", "size": "64;19", "children": []}, {"name": null, "role": "AXTextField", "description": null, "role_description": "text field", "value": "", "position": "897.00;9030.00", "size": "64;19", "children": []}, {"name": null, "role": "AXTextField", "description": null, "role_description": "text field", "value": "6 KB", "position": "964.00;9030.00", "size": "64;19", "children": []}, {"name": null, "role": "AXTextField", "description": null, "role_description": "text field", "value": "Store", "position": "1031.00;9030.00", "size": "64;19", "children": []}]}, {"name": null, "role": "AXRow", "description": null, "role_description": "outline row", "value": null, "position": "158.00;9050.00", "size": "953;21", "children": [{"name": null, "role": "AXGroup", "description": null, "role_description": "group", "value": null, "position": "168.00;9050.00", "size": "208;21", "children": [{"name": null, "role": "AXDisclosureTriangle", "description": null, "role_description": "disclosure triangle", "value": 0, "position": "209.00;9051.00", "size": "13;19", "children": []}, {"name": null, "role": "AXTextField", "description": null, "role_description": "text field", "value": "1216780", "position": "222.00;9051.00", "size": "152;19", "children": []}]}, {"name": null, "role": "AXTextField", "description": null, "role_description": "text field", "value": "2023-12-14 16:10:31", "position": "377.00;9051.00", "size": "115;19", "children": []}, {"name": null, "role": "AXTextField", "description": null, "role_description": "text field", "value": "4 KB", "position": "495.00;9051.00", "size": "64;19", "children": []}, {"name": null, "role": "AXTextField", "description": null, "role_description": "text field", "value": "Folder", "position": "562.00;9051.00", "size": "137;19", "children": []}, {"name": null, "role": "AXTextField", "description": null, "role_description": "text field", "value": "4 KB", "position": "702.00;9051.00", "size": "60;19", "children": []}, {"name": null, "role": "AXTextField", "description": null, "role_description": "text field", "value": "drwxr-xr-x", "position": "765.00;9051.00", "size": "62;19", "children": []}, {"name": null, "role": "AXStaticText", "description": null, "role_description": "text", "value": "", "position": "830.00;9051.00", "size": "64;19", "children": []}, {"name": null, "role": "AXTextField", "description": null, "role_description": "text field", "value": "", "position": "897.00;9051.00", "size": "64;19", "children": []}, {"name": null, "role": "AXTextField", "description": null, "role_description": "text field", "value": "4 KB", "position": "964.00;9051.00", "size": "64;19", "children": []}, {"name": null, "role": "AXTextField", "description": null, "role_description": "text field", "value": "Store", "position": "1031.00;9051.00", "size": "64;19", "children": []}]}, {"name": null, "role": "AXRow", "description": null, "role_description": "outline row", "value": null, "position": "158.00;9071.00", "size": "953;21", "children": [{"name": null, "role": "AXGroup", "description": null, "role_description": "group", "value": null, "position": "168.00;9071.00", "size": "208;21", "children": [{"name": null, "role": "AXDisclosureTriangle", "description": null, "role_description": "disclosure triangle", "value": 0, "position": "209.00;9072.00", "size": "13;19", "children": []}, {"name": null, "role": "AXTextField", "description": null, "role_description": "text field", "value": "1217652", "position": "222.00;9072.00", "size": "152;19", "children": []}]}, {"name": null, "role": "AXTextField", "description": null, "role_description": "text field", "value": "2023-12-14 16:10:27", "position": "377.00;9072.00", "size": "115;19", "children": []}, {"name": null, "role": "AXTextField", "description": null, "role_description": "text field", "value": "3 KB", "position": "495.00;9072.00", "size": "64;19", "children": []}, {"name": null, "role": "AXTextField", "description": null, "role_description": "text field", "value": "Folder", "position": "562.00;9072.00", "size": "137;19", "children": []}, {"name": null, "role": "AXTextField", "description": null, "role_description": "text field", "value": "3 KB", "position": "702.00;9072.00", "size": "60;19", "children": []}, {"name": null, "role": "AXTextField", "description": null, "role_description": "text field", "value": "drwxr-xr-x", "position": "765.00;9072.00", "size": "62;19", "children": []}, {"name": null, "role": "AXStaticText", "description": null, "role_description": "text", "value": "", "position": "830.00;9072.00", "size": "64;19", "children": []}, {"name": null, "role": "AXTextField", "description": null, "role_description": "text field", "value": "", "position": "897.00;9072.00", "size": "64;19", "children": []}, {"name": null, "role": "AXTextField", "description": null, "role_description": "text field", "value": "3 KB", "position": "964.00;9072.00", "size": "64;19", "children": []}, {"name": null, "role": "AXTextField", "description": null, "role_description": "text field", "value": "Store", "position": "1031.00;9072.00", "size": "64;19", "children": []}]}, {"name": null, "role": "AXRow", "description": null, "role_description": "outline row", "value": null, "position": "158.00;9092.00", "size": "953;21", "children": [{"name": null, "role": "AXGroup", "description": null, "role_description": "group", "value": null, "position": "168.00;9092.00", "size": "208;21", "children": [{"name": null, "role": "AXDisclosureTriangle", "description": null, "role_description": "disclosure triangle", "value": 0, "position": "209.00;9093.00", "size": "13;19", "children": []}, {"name": null, "role": "AXTextField", "description": null, "role_description": "text field", "value": "1212112", "position": "222.00;9093.00", "size": "152;19", "children": []}]}, {"name": null, "role": "AXTextField", "description": null, "role_description": "text field", "value": "2023-12-14 16:10:28", "position": "377.00;9093.00", "size": "115;19", "children": []}, {"name": null, "role": "AXTextField", "description": null, "role_description": "text field", "value": "6 KB", "position": "495.00;9093.00", "size": "64;19", "children": []}, {"name": null, "role": "AXTextField", "description": null, "role_description": "text field", "value": "Folder", "position": "562.00;9093.00", "size": "137;19", "children": []}, {"name": null, "role": "AXTextField", "description": null, "role_description": "text field", "value": "6 KB", "position": "702.00;9093.00", "size": "60;19", "children": []}, {"name": null, "role": "AXTextField", "description": null, "role_description": "text field", "value": "drwxr-xr-x", "position": "765.00;9093.00", "size": "62;19", "children": []}, {"name": null, "role": "AXStaticText", "description": null, "role_description": "text", "value": "", "position": "830.00;9093.00", "size": "64;19", "children": []}, {"name": null, "role": "AXTextField", "description": null, "role_description": "text field", "value": "", "position": "897.00;9093.00", "size": "64;19", "children": []}, {"name": null, "role": "AXTextField", "description": null, "role_description": "text field", "value": "6 KB", "position": "964.00;9093.00", "size": "64;19", "children": []}, {"name": null, "role": "AXTextField", "description": null, "role_description": "text field", "value": "Store", "position": "1031.00;9093.00", "size": "64;19", "children": []}]}, {"name": null, "role": "AXRow", "description": null, "role_description": "outline row", "value": null, "position": "158.00;9113.00", "size": "953;21", "children": [{"name": null, "role": "AXGroup", "description": null, "role_description": "group", "value": null, "position": "168.00;9113.00", "size": "208;21", "children": [{"name": null, "role": "AXDisclosureTriangle", "description": null, "role_description": "disclosure triangle", "value": 0, "position": "209.00;9114.00", "size": "13;19", "children": []}, {"name": null, "role": "AXTextField", "description": null, "role_description": "text field", "value": "1218428", "position": "222.00;9114.00", "size": "152;19", "children": []}]}, {"name": null, "role": "AXTextField", "description": null, "role_description": "text field", "value": "2023-12-14 16:10:29", "position": "377.00;9114.00", "size": "115;19", "children": []}, {"name": null, "role": "AXTextField", "description": null, "role_description": "text field", "value": "6 KB", "position": "495.00;9114.00", "size": "64;19", "children": []}, {"name": null, "role": "AXTextField", "description": null, "role_description": "text field", "value": "Folder", "position": "562.00;9114.00", "size": "137;19", "children": []}, {"name": null, "role": "AXTextField", "description": null, "role_description": "text field", "value": "5 KB", "position": "702.00;9114.00", "size": "60;19", "children": []}, {"name": null, "role": "AXTextField", "description": null, "role_description": "text field", "value": "drwxr-xr-x", "position": "765.00;9114.00", "size": "62;19", "children": []}, {"name": null, "role": "AXStaticText", "description": null, "role_description": "text", "value": "", "position": "830.00;9114.00", "size": "64;19", "children": []}, {"name": null, "role": "AXTextField", "description": null, "role_description": "text field", "value": "", "position": "897.00;9114.00", "size": "64;19", "children": []}, {"name": null, "role": "AXTextField", "description": null, "role_description": "text field", "value": "6 KB", "position": "964.00;9114.00", "size": "64;19", "children": []}, {"name": null, "role": "AXTextField", "description": null, "role_description": "text field", "value": "Store", "position": "1031.00;9114.00", "size": "64;19", "children": []}]}, {"name": null, "role": "AXRow", "description": null, "role_description": "outline row", "value": null, "position": "158.00;9134.00", "size": "953;21", "children": [{"name": null, "role": "AXGroup", "description": null, "role_description": "group", "value": null, "position": "168.00;9134.00", "size": "208;21", "children": [{"name": null, "role": "AXDisclosureTriangle", "description": null, "role_description": "disclosure triangle", "value": 0, "position": "209.00;9135.00", "size": "13;19", "children": []}, {"name": null, "role": "AXTextField", "description": null, "role_description": "text field", "value": "1217460", "position": "222.00;9135.00", "size": "152;19", "children": []}]}, {"name": null, "role": "AXTextField", "description": null, "role_description": "text field", "value": "2023-12-14 16:10:27", "position": "377.00;9135.00", "size": "115;19", "children": []}, {"name": null, "role": "AXTextField", "description": null, "role_description": "text field", "value": "4 KB", "position": "495.00;9135.00", "size": "64;19", "children": []}, {"name": null, "role": "AXTextField", "description": null, "role_description": "text field", "value": "Folder", "position": "562.00;9135.00", "size": "137;19", "children": []}, {"name": null, "role": "AXTextField", "description": null, "role_description": "text field", "value": "4 KB", "position": "702.00;9135.00", "size": "60;19", "children": []}, {"name": null, "role": "AXTextField", "description": null, "role_description": "text field", "value": "drwxr-xr-x", "position": "765.00;9135.00", "size": "62;19", "children": []}, {"name": null, "role": "AXStaticText", "description": null, "role_description": "text", "value": "", "position": "830.00;9135.00", "size": "64;19", "children": []}, {"name": null, "role": "AXTextField", "description": null, "role_description": "text field", "value": "", "position": "897.00;9135.00", "size": "64;19", "children": []}, {"name": null, "role": "AXTextField", "description": null, "role_description": "text field", "value": "4 KB", "position": "964.00;9135.00", "size": "64;19", "children": []}, {"name": null, "role": "AXTextField", "description": null, "role_description": "text field", "value": "Store", "position": "1031.00;9135.00", "size": "64;19", "children": []}]}, {"name": null, "role": "AXRow", "description": null, "role_description": "outline row", "value": null, "position": "158.00;9155.00", "size": "953;21", "children": [{"name": null, "role": "AXGroup", "description": null, "role_description": "group", "value": null, "position": "168.00;9155.00", "size": "208;21", "children": [{"name": null, "role": "AXDisclosureTriangle", "description": null, "role_description": "disclosure triangle", "value": 0, "position": "209.00;9156.00", "size": "13;19", "children": []}, {"name": null, "role": "AXTextField", "description": null, "role_description": "text field", "value": "1215337", "position": "222.00;9156.00", "size": "152;19", "children": []}]}, {"name": null, "role": "AXTextField", "description": null, "role_description": "text field", "value": "2023-12-14 16:10:32", "position": "377.00;9156.00", "size": "115;19", "children": []}, {"name": null, "role": "AXTextField", "description": null, "role_description": "text field", "value": "15 KB", "position": "495.00;9156.00", "size": "64;19", "children": []}, {"name": null, "role": "AXTextField", "description": null, "role_description": "text field", "value": "Folder", "position": "562.00;9156.00", "size": "137;19", "children": []}, {"name": null, "role": "AXTextField", "description": null, "role_description": "text field", "value": "14 KB", "position": "702.00;9156.00", "size": "60;19", "children": []}, {"name": null, "role": "AXTextField", "description": null, "role_description": "text field", "value": "drwxr-xr-x", "position": "765.00;9156.00", "size": "62;19", "children": []}, {"name": null, "role": "AXStaticText", "description": null, "role_description": "text", "value": "", "position": "830.00;9156.00", "size": "64;19", "children": []}, {"name": null, "role": "AXTextField", "description": null, "role_description": "text field", "value": "", "position": "897.00;9156.00", "size": "64;19", "children": []}, {"name": null, "role": "AXTextField", "description": null, "role_description": "text field", "value": "15 KB", "position": "964.00;9156.00", "size": "64;19", "children": []}, {"name": null, "role": "AXTextField", "description": null, "role_description": "text field", "value": "Store", "position": "1031.00;9156.00", "size": "64;19", "children": []}]}, {"name": null, "role": "AXRow", "description": null, "role_description": "outline row", "value": null, "position": "158.00;9176.00", "size": "953;21", "children": [{"name": null, "role": "AXGroup", "description": null, "role_description": "group", "value": null, "position": "168.00;9176.00", "size": "208;21", "children": [{"name": null, "role": "AXDisclosureTriangle", "description": null, "role_description": "disclosure triangle", "value": 0, "position": "209.00;9177.00", "size": "13;19", "children": []}, {"name": null, "role": "AXTextField", "description": null, "role_description": "text field", "value": "1210645", "position": "222.00;9177.00", "size": "152;19", "children": []}]}, {"name": null, "role": "AXTextField", "description": null, "role_description": "text field", "value": "2023-12-14 16:10:29", "position": "377.00;9177.00", "size": "115;19", "children": []}, {"name": null, "role": "AXTextField", "description": null, "role_description": "text field", "value": "12 KB", "position": "495.00;9177.00", "size": "64;19", "children": []}, {"name": null, "role": "AXTextField", "description": null, "role_description": "text field", "value": "Folder", "position": "562.00;9177.00", "size": "137;19", "children": []}, {"name": null, "role": "AXTextField", "description": null, "role_description": "text field", "value": "11 KB", "position": "702.00;9177.00", "size": "60;19", "children": []}, {"name": null, "role": "AXTextField", "description": null, "role_description": "text field", "value": "drwxr-xr-x", "position": "765.00;9177.00", "size": "62;19", "children": []}, {"name": null, "role": "AXStaticText", "description": null, "role_description": "text", "value": "", "position": "830.00;9177.00", "size": "64;19", "children": []}, {"name": null, "role": "AXTextField", "description": null, "role_description": "text field", "value": "", "position": "897.00;9177.00", "size": "64;19", "children": []}, {"name": null, "role": "AXTextField", "description": null, "role_description": "text field", "value": "12 KB", "position": "964.00;9177.00", "size": "64;19", "children": []}, {"name": null, "role": "AXTextField", "description": null, "role_description": "text field", "value": "Store", "position": "1031.00;9177.00", "size": "64;19", "children": []}]}, {"name": null, "role": "AXRow", "description": null, "role_description": "outline row", "value": null, "position": "158.00;9197.00", "size": "953;21", "children": [{"name": null, "role": "AXGroup", "description": null, "role_description": "group", "value": null, "position": "168.00;9197.00", "size": "208;21", "children": [{"name": null, "role": "AXDisclosureTriangle", "description": null, "role_description": "disclosure triangle", "value": 0, "position": "209.00;9198.00", "size": "13;19", "children": []}, {"name": null, "role": "AXTextField", "description": null, "role_description": "text field", "value": "1211797", "position": "222.00;9198.00", "size": "152;19", "children": []}]}, {"name": null, "role": "AXTextField", "description": null, "role_description": "text field", "value": "2023-12-14 16:10:27", "position": "377.00;9198.00", "size": "115;19", "children": []}, {"name": null, "role": "AXTextField", "description": null, "role_description": "text field", "value": "5 KB", "position": "495.00;9198.00", "size": "64;19", "children": []}, {"name": null, "role": "AXTextField", "description": null, "role_description": "text field", "value": "Folder", "position": "562.00;9198.00", "size": "137;19", "children": []}, {"name": null, "role": "AXTextField", "description": null, "role_description": "text field", "value": "5 KB", "position": "702.00;9198.00", "size": "60;19", "children": []}, {"name": null, "role": "AXTextField", "description": null, "role_description": "text field", "value": "drwxr-xr-x", "position": "765.00;9198.00", "size": "62;19", "children": []}, {"name": null, "role": "AXStaticText", "description": null, "role_description": "text", "value": "", "position": "830.00;9198.00", "size": "64;19", "children": []}, {"name": null, "role": "AXTextField", "description": null, "role_description": "text field", "value": "", "position": "897.00;9198.00", "size": "64;19", "children": []}, {"name": null, "role": "AXTextField", "description": null, "role_description": "text field", "value": "5 KB", "position": "964.00;9198.00", "size": "64;19", "children": []}, {"name": null, "role": "AXTextField", "description": null, "role_description": "text field", "value": "Store", "position": "1031.00;9198.00", "size": "64;19", "children": []}]}, {"name": null, "role": "AXRow", "description": null, "role_description": "outline row", "value": null, "position": "158.00;9218.00", "size": "953;21", "children": [{"name": null, "role": "AXGroup", "description": null, "role_description": "group", "value": null, "position": "168.00;9218.00", "size": "208;21", "children": [{"name": null, "role": "AXDisclosureTriangle", "description": null, "role_description": "disclosure triangle", "value": 0, "position": "209.00;9219.00", "size": "13;19", "children": []}, {"name": null, "role": "AXTextField", "description": null, "role_description": "text field", "value": "1212576", "position": "222.00;9219.00", "size": "152;19", "children": []}]}, {"name": null, "role": "AXTextField", "description": null, "role_description": "text field", "value": "2023-12-14 16:10:26", "position": "377.00;9219.00", "size": "115;19", "children": []}, {"name": null, "role": "AXTextField", "description": null, "role_description": "text field", "value": "6 KB", "position": "495.00;9219.00", "size": "64;19", "children": []}, {"name": null, "role": "AXTextField", "description": null, "role_description": "text field", "value": "Folder", "position": "562.00;9219.00", "size": "137;19", "children": []}, {"name": null, "role": "AXTextField", "description": null, "role_description": "text field", "value": "6 KB", "position": "702.00;9219.00", "size": "60;19", "children": []}, {"name": null, "role": "AXTextField", "description": null, "role_description": "text field", "value": "drwxr-xr-x", "position": "765.00;9219.00", "size": "62;19", "children": []}, {"name": null, "role": "AXStaticText", "description": null, "role_description": "text", "value": "", "position": "830.00;9219.00", "size": "64;19", "children": []}, {"name": null, "role": "AXTextField", "description": null, "role_description": "text field", "value": "", "position": "897.00;9219.00", "size": "64;19", "children": []}, {"name": null, "role": "AXTextField", "description": null, "role_description": "text field", "value": "6 KB", "position": "964.00;9219.00", "size": "64;19", "children": []}, {"name": null, "role": "AXTextField", "description": null, "role_description": "text field", "value": "Store", "position": "1031.00;9219.00", "size": "64;19", "children": []}]}, {"name": null, "role": "AXRow", "description": null, "role_description": "outline row", "value": null, "position": "158.00;9239.00", "size": "953;21", "children": [{"name": null, "role": "AXGroup", "description": null, "role_description": "group", "value": null, "position": "168.00;9239.00", "size": "208;21", "children": [{"name": null, "role": "AXDisclosureTriangle", "description": null, "role_description": "disclosure triangle", "value": 0, "position": "209.00;9240.00", "size": "13;19", "children": []}, {"name": null, "role": "AXTextField", "description": null, "role_description": "text field", "value": "1217004", "position": "222.00;9240.00", "size": "152;19", "children": []}]}, {"name": null, "role": "AXTextField", "description": null, "role_description": "text field", "value": "2023-12-14 16:10:28", "position": "377.00;9240.00", "size": "115;19", "children": []}, {"name": null, "role": "AXTextField", "description": null, "role_description": "text field", "value": "5 KB", "position": "495.00;9240.00", "size": "64;19", "children": []}, {"name": null, "role": "AXTextField", "description": null, "role_description": "text field", "value": "Folder", "position": "562.00;9240.00", "size": "137;19", "children": []}, {"name": null, "role": "AXTextField", "description": null, "role_description": "text field", "value": "4 KB", "position": "702.00;9240.00", "size": "60;19", "children": []}, {"name": null, "role": "AXTextField", "description": null, "role_description": "text field", "value": "drwxr-xr-x", "position": "765.00;9240.00", "size": "62;19", "children": []}, {"name": null, "role": "AXStaticText", "description": null, "role_description": "text", "value": "", "position": "830.00;9240.00", "size": "64;19", "children": []}, {"name": null, "role": "AXTextField", "description": null, "role_description": "text field", "value": "", "position": "897.00;9240.00", "size": "64;19", "children": []}, {"name": null, "role": "AXTextField", "description": null, "role_description": "text field", "value": "5 KB", "position": "964.00;9240.00", "size": "64;19", "children": []}, {"name": null, "role": "AXTextField", "description": null, "role_description": "text field", "value": "Store", "position": "1031.00;9240.00", "size": "64;19", "children": []}]}, {"name": null, "role": "AXRow", "description": null, "role_description": "outline row", "value": null, "position": "158.00;9260.00", "size": "953;21", "children": [{"name": null, "role": "AXGroup", "description": null, "role_description": "group", "value": null, "position": "168.00;9260.00", "size": "208;21", "children": [{"name": null, "role": "AXDisclosureTriangle", "description": null, "role_description": "disclosure triangle", "value": 0, "position": "209.00;9261.00", "size": "13;19", "children": []}, {"name": null, "role": "AXTextField", "description": null, "role_description": "text field", "value": "1215753", "position": "222.00;9261.00", "size": "152;19", "children": []}]}, {"name": null, "role": "AXTextField", "description": null, "role_description": "text field", "value": "2023-12-14 16:10:31", "position": "377.00;9261.00", "size": "115;19", "children": []}, {"name": null, "role": "AXTextField", "description": null, "role_description": "text field", "value": "4 KB", "position": "495.00;9261.00", "size": "64;19", "children": []}, {"name": null, "role": "AXTextField", "description": null, "role_description": "text field", "value": "Folder", "position": "562.00;9261.00", "size": "137;19", "children": []}, {"name": null, "role": "AXTextField", "description": null, "role_description": "text field", "value": "4 KB", "position": "702.00;9261.00", "size": "60;19", "children": []}, {"name": null, "role": "AXTextField", "description": null, "role_description": "text field", "value": "drwxr-xr-x", "position": "765.00;9261.00", "size": "62;19", "children": []}, {"name": null, "role": "AXStaticText", "description": null, "role_description": "text", "value": "", "position": "830.00;9261.00", "size": "64;19", "children": []}, {"name": null, "role": "AXTextField", "description": null, "role_description": "text field", "value": "", "position": "897.00;9261.00", "size": "64;19", "children": []}, {"name": null, "role": "AXTextField", "description": null, "role_description": "text field", "value": "4 KB", "position": "964.00;9261.00", "size": "64;19", "children": []}, {"name": null, "role": "AXTextField", "description": null, "role_description": "text field", "value": "Store", "position": "1031.00;9261.00", "size": "64;19", "children": []}]}, {"name": null, "role": "AXRow", "description": null, "role_description": "outline row", "value": null, "position": "158.00;9281.00", "size": "953;21", "children": [{"name": null, "role": "AXGroup", "description": null, "role_description": "group", "value": null, "position": "168.00;9281.00", "size": "208;21", "children": [{"name": null, "role": "AXDisclosureTriangle", "description": null, "role_description": "disclosure triangle", "value": 0, "position": "209.00;9282.00", "size": "13;19", "children": []}, {"name": null, "role": "AXTextField", "description": null, "role_description": "text field", "value": "1214681", "position": "222.00;9282.00", "size": "152;19", "children": []}]}, {"name": null, "role": "AXTextField", "description": null, "role_description": "text field", "value": "2023-12-14 16:10:31", "position": "377.00;9282.00", "size": "115;19", "children": []}, {"name": null, "role": "AXTextField", "description": null, "role_description": "text field", "value": "5 KB", "position": "495.00;9282.00", "size": "64;19", "children": []}, {"name": null, "role": "AXTextField", "description": null, "role_description": "text field", "value": "Folder", "position": "562.00;9282.00", "size": "137;19", "children": []}, {"name": null, "role": "AXTextField", "description": null, "role_description": "text field", "value": "5 KB", "position": "702.00;9282.00", "size": "60;19", "children": []}, {"name": null, "role": "AXTextField", "description": null, "role_description": "text field", "value": "drwxr-xr-x", "position": "765.00;9282.00", "size": "62;19", "children": []}, {"name": null, "role": "AXStaticText", "description": null, "role_description": "text", "value": "", "position": "830.00;9282.00", "size": "64;19", "children": []}, {"name": null, "role": "AXTextField", "description": null, "role_description": "text field", "value": "", "position": "897.00;9282.00", "size": "64;19", "children": []}, {"name": null, "role": "AXTextField", "description": null, "role_description": "text field", "value": "5 KB", "position": "964.00;9282.00", "size": "64;19", "children": []}, {"name": null, "role": "AXTextField", "description": null, "role_description": "text field", "value": "Store", "position": "1031.00;9282.00", "size": "64;19", "children": []}]}, {"name": null, "role": "AXRow", "description": null, "role_description": "outline row", "value": null, "position": "158.00;9302.00", "size": "953;21", "children": [{"name": null, "role": "AXGroup", "description": null, "role_description": "group", "value": null, "position": "168.00;9302.00", "size": "208;21", "children": [{"name": null, "role": "AXDisclosureTriangle", "description": null, "role_description": "disclosure triangle", "value": 0, "position": "209.00;9303.00", "size": "13;19", "children": []}, {"name": null, "role": "AXTextField", "description": null, "role_description": "text field", "value": "1215561", "position": "222.00;9303.00", "size": "152;19", "children": []}]}, {"name": null, "role": "AXTextField", "description": null, "role_description": "text field", "value": "2023-12-14 16:10:27", "position": "377.00;9303.00", "size": "115;19", "children": []}, {"name": null, "role": "AXTextField", "description": null, "role_description": "text field", "value": "6 KB", "position": "495.00;9303.00", "size": "64;19", "children": []}, {"name": null, "role": "AXTextField", "description": null, "role_description": "text field", "value": "Folder", "position": "562.00;9303.00", "size": "137;19", "children": []}, {"name": null, "role": "AXTextField", "description": null, "role_description": "text field", "value": "6 KB", "position": "702.00;9303.00", "size": "60;19", "children": []}, {"name": null, "role": "AXTextField", "description": null, "role_description": "text field", "value": "drwxr-xr-x", "position": "765.00;9303.00", "size": "62;19", "children": []}, {"name": null, "role": "AXStaticText", "description": null, "role_description": "text", "value": "", "position": "830.00;9303.00", "size": "64;19", "children": []}, {"name": null, "role": "AXTextField", "description": null, "role_description": "text field", "value": "", "position": "897.00;9303.00", "size": "64;19", "children": []}, {"name": null, "role": "AXTextField", "description": null, "role_description": "text field", "value": "6 KB", "position": "964.00;9303.00", "size": "64;19", "children": []}, {"name": null, "role": "AXTextField", "description": null, "role_description": "text field", "value": "Store", "position": "1031.00;9303.00", "size": "64;19", "children": []}]}, {"name": null, "role": "AXRow", "description": null, "role_description": "outline row", "value": null, "position": "158.00;9323.00", "size": "953;21", "children": [{"name": null, "role": "AXGroup", "description": null, "role_description": "group", "value": null, "position": "168.00;9323.00", "size": "208;21", "children": [{"name": null, "role": "AXDisclosureTriangle", "description": null, "role_description": "disclosure triangle", "value": 0, "position": "209.00;9324.00", "size": "13;19", "children": []}, {"name": null, "role": "AXTextField", "description": null, "role_description": "text field", "value": "1210013", "position": "222.00;9324.00", "size": "152;19", "children": []}]}, {"name": null, "role": "AXTextField", "description": null, "role_description": "text field", "value": "2023-12-14 16:10:30", "position": "377.00;9324.00", "size": "115;19", "children": []}, {"name": null, "role": "AXTextField", "description": null, "role_description": "text field", "value": "3 KB", "position": "495.00;9324.00", "size": "64;19", "children": []}, {"name": null, "role": "AXTextField", "description": null, "role_description": "text field", "value": "Folder", "position": "562.00;9324.00", "size": "137;19", "children": []}, {"name": null, "role": "AXTextField", "description": null, "role_description": "text field", "value": "3 KB", "position": "702.00;9324.00", "size": "60;19", "children": []}, {"name": null, "role": "AXTextField", "description": null, "role_description": "text field", "value": "drwxr-xr-x", "position": "765.00;9324.00", "size": "62;19", "children": []}, {"name": null, "role": "AXStaticText", "description": null, "role_description": "text", "value": "", "position": "830.00;9324.00", "size": "64;19", "children": []}, {"name": null, "role": "AXTextField", "description": null, "role_description": "text field", "value": "", "position": "897.00;9324.00", "size": "64;19", "children": []}, {"name": null, "role": "AXTextField", "description": null, "role_description": "text field", "value": "3 KB", "position": "964.00;9324.00", "size": "64;19", "children": []}, {"name": null, "role": "AXTextField", "description": null, "role_description": "text field", "value": "Store", "position": "1031.00;9324.00", "size": "64;19", "children": []}]}, {"name": null, "role": "AXRow", "description": null, "role_description": "outline row", "value": null, "position": "158.00;9344.00", "size": "953;21", "children": [{"name": null, "role": "AXGroup", "description": null, "role_description": "group", "value": null, "position": "168.00;9344.00", "size": "208;21", "children": [{"name": null, "role": "AXDisclosureTriangle", "description": null, "role_description": "disclosure triangle", "value": 0, "position": "209.00;9345.00", "size": "13;19", "children": []}, {"name": null, "role": "AXTextField", "description": null, "role_description": "text field", "value": "1213696", "position": "222.00;9345.00", "size": "152;19", "children": []}]}, {"name": null, "role": "AXTextField", "description": null, "role_description": "text field", "value": "2023-12-14 16:10:28", "position": "377.00;9345.00", "size": "115;19", "children": []}, {"name": null, "role": "AXTextField", "description": null, "role_description": "text field", "value": "7 KB", "position": "495.00;9345.00", "size": "64;19", "children": []}, {"name": null, "role": "AXTextField", "description": null, "role_description": "text field", "value": "Folder", "position": "562.00;9345.00", "size": "137;19", "children": []}, {"name": null, "role": "AXTextField", "description": null, "role_description": "text field", "value": "6 KB", "position": "702.00;9345.00", "size": "60;19", "children": []}, {"name": null, "role": "AXTextField", "description": null, "role_description": "text field", "value": "drwxr-xr-x", "position": "765.00;9345.00", "size": "62;19", "children": []}, {"name": null, "role": "AXStaticText", "description": null, "role_description": "text", "value": "", "position": "830.00;9345.00", "size": "64;19", "children": []}, {"name": null, "role": "AXTextField", "description": null, "role_description": "text field", "value": "", "position": "897.00;9345.00", "size": "64;19", "children": []}, {"name": null, "role": "AXTextField", "description": null, "role_description": "text field", "value": "7 KB", "position": "964.00;9345.00", "size": "64;19", "children": []}, {"name": null, "role": "AXTextField", "description": null, "role_description": "text field", "value": "Store", "position": "1031.00;9345.00", "size": "64;19", "children": []}]}, {"name": null, "role": "AXRow", "description": null, "role_description": "outline row", "value": null, "position": "158.00;9365.00", "size": "953;21", "children": [{"name": null, "role": "AXGroup", "description": null, "role_description": "group", "value": null, "position": "168.00;9365.00", "size": "208;21", "children": [{"name": null, "role": "AXDisclosureTriangle", "description": null, "role_description": "disclosure triangle", "value": 0, "position": "209.00;9366.00", "size": "13;19", "children": []}, {"name": null, "role": "AXTextField", "description": null, "role_description": "text field", "value": "1212744", "position": "222.00;9366.00", "size": "152;19", "children": []}]}, {"name": null, "role": "AXTextField", "description": null, "role_description": "text field", "value": "2023-12-14 16:10:27", "position": "377.00;9366.00", "size": "115;19", "children": []}, {"name": null, "role": "AXTextField", "description": null, "role_description": "text field", "value": "4 KB", "position": "495.00;9366.00", "size": "64;19", "children": []}, {"name": null, "role": "AXTextField", "description": null, "role_description": "text field", "value": "Folder", "position": "562.00;9366.00", "size": "137;19", "children": []}, {"name": null, "role": "AXTextField", "description": null, "role_description": "text field", "value": "4 KB", "position": "702.00;9366.00", "size": "60;19", "children": []}, {"name": null, "role": "AXTextField", "description": null, "role_description": "text field", "value": "drwxr-xr-x", "position": "765.00;9366.00", "size": "62;19", "children": []}, {"name": null, "role": "AXStaticText", "description": null, "role_description": "text", "value": "", "position": "830.00;9366.00", "size": "64;19", "children": []}, {"name": null, "role": "AXTextField", "description": null, "role_description": "text field", "value": "", "position": "897.00;9366.00", "size": "64;19", "children": []}, {"name": null, "role": "AXTextField", "description": null, "role_description": "text field", "value": "4 KB", "position": "964.00;9366.00", "size": "64;19", "children": []}, {"name": null, "role": "AXTextField", "description": null, "role_description": "text field", "value": "Store", "position": "1031.00;9366.00", "size": "64;19", "children": []}]}, {"name": null, "role": "AXRow", "description": null, "role_description": "outline row", "value": null, "position": "158.00;9386.00", "size": "953;21", "children": [{"name": null, "role": "AXGroup", "description": null, "role_description": "group", "value": null, "position": "168.00;9386.00", "size": "208;21", "children": [{"name": null, "role": "AXDisclosureTriangle", "description": null, "role_description": "disclosure triangle", "value": 0, "position": "209.00;9387.00", "size": "13;19", "children": []}, {"name": null, "role": "AXTextField", "description": null, "role_description": "text field", "value": "1217236", "position": "222.00;9387.00", "size": "152;19", "children": []}]}, {"name": null, "role": "AXTextField", "description": null, "role_description": "text field", "value": "2023-12-14 16:10:27", "position": "377.00;9387.00", "size": "115;19", "children": []}, {"name": null, "role": "AXTextField", "description": null, "role_description": "text field", "value": "6 KB", "position": "495.00;9387.00", "size": "64;19", "children": []}, {"name": null, "role": "AXTextField", "description": null, "role_description": "text field", "value": "Folder", "position": "562.00;9387.00", "size": "137;19", "children": []}, {"name": null, "role": "AXTextField", "description": null, "role_description": "text field", "value": "6 KB", "position": "702.00;9387.00", "size": "60;19", "children": []}, {"name": null, "role": "AXTextField", "description": null, "role_description": "text field", "value": "drwxr-xr-x", "position": "765.00;9387.00", "size": "62;19", "children": []}, {"name": null, "role": "AXStaticText", "description": null, "role_description": "text", "value": "", "position": "830.00;9387.00", "size": "64;19", "children": []}, {"name": null, "role": "AXTextField", "description": null, "role_description": "text field", "value": "", "position": "897.00;9387.00", "size": "64;19", "children": []}, {"name": null, "role": "AXTextField", "description": null, "role_description": "text field", "value": "6 KB", "position": "964.00;9387.00", "size": "64;19", "children": []}, {"name": null, "role": "AXTextField", "description": null, "role_description": "text field", "value": "Store", "position": "1031.00;9387.00", "size": "64;19", "children": []}]}, {"name": null, "role": "AXRow", "description": null, "role_description": "outline row", "value": null, "position": "158.00;9407.00", "size": "953;21", "children": [{"name": null, "role": "AXGroup", "description": null, "role_description": "group", "value": null, "position": "168.00;9407.00", "size": "208;21", "children": [{"name": null, "role": "AXDisclosureTriangle", "description": null, "role_description": "disclosure triangle", "value": 0, "position": "209.00;9408.00", "size": "13;19", "children": []}, {"name": null, "role": "AXTextField", "description": null, "role_description": "text field", "value": "1216989", "position": "222.00;9408.00", "size": "152;19", "children": []}]}, {"name": null, "role": "AXTextField", "description": null, "role_description": "text field", "value": "2023-12-14 16:10:25", "position": "377.00;9408.00", "size": "115;19", "children": []}, {"name": null, "role": "AXTextField", "description": null, "role_description": "text field", "value": "4 KB", "position": "495.00;9408.00", "size": "64;19", "children": []}, {"name": null, "role": "AXTextField", "description": null, "role_description": "text field", "value": "Folder", "position": "562.00;9408.00", "size": "137;19", "children": []}, {"name": null, "role": "AXTextField", "description": null, "role_description": "text field", "value": "4 KB", "position": "702.00;9408.00", "size": "60;19", "children": []}, {"name": null, "role": "AXTextField", "description": null, "role_description": "text field", "value": "drwxr-xr-x", "position": "765.00;9408.00", "size": "62;19", "children": []}, {"name": null, "role": "AXStaticText", "description": null, "role_description": "text", "value": "", "position": "830.00;9408.00", "size": "64;19", "children": []}, {"name": null, "role": "AXTextField", "description": null, "role_description": "text field", "value": "", "position": "897.00;9408.00", "size": "64;19", "children": []}, {"name": null, "role": "AXTextField", "description": null, "role_description": "text field", "value": "4 KB", "position": "964.00;9408.00", "size": "64;19", "children": []}, {"name": null, "role": "AXTextField", "description": null, "role_description": "text field", "value": "Store", "position": "1031.00;9408.00", "size": "64;19", "children": []}]}, {"name": null, "role": "AXRow", "description": null, "role_description": "outline row", "value": null, "position": "158.00;9428.00", "size": "953;21", "children": [{"name": null, "role": "AXGroup", "description": null, "role_description": "group", "value": null, "position": "168.00;9428.00", "size": "208;21", "children": [{"name": null, "role": "AXDisclosureTriangle", "description": null, "role_description": "disclosure triangle", "value": 0, "position": "209.00;9429.00", "size": "13;19", "children": []}, {"name": null, "role": "AXTextField", "description": null, "role_description": "text field", "value": "1218813", "position": "222.00;9429.00", "size": "152;19", "children": []}]}, {"name": null, "role": "AXTextField", "description": null, "role_description": "text field", "value": "2023-12-14 16:10:27", "position": "377.00;9429.00", "size": "115;19", "children": []}, {"name": null, "role": "AXTextField", "description": null, "role_description": "text field", "value": "21 KB", "position": "495.00;9429.00", "size": "64;19", "children": []}, {"name": null, "role": "AXTextField", "description": null, "role_description": "text field", "value": "Folder", "position": "562.00;9429.00", "size": "137;19", "children": []}, {"name": null, "role": "AXTextField", "description": null, "role_description": "text field", "value": "21 KB", "position": "702.00;9429.00", "size": "60;19", "children": []}, {"name": null, "role": "AXTextField", "description": null, "role_description": "text field", "value": "drwxr-xr-x", "position": "765.00;9429.00", "size": "62;19", "children": []}, {"name": null, "role": "AXStaticText", "description": null, "role_description": "text", "value": "", "position": "830.00;9429.00", "size": "64;19", "children": []}, {"name": null, "role": "AXTextField", "description": null, "role_description": "text field", "value": "", "position": "897.00;9429.00", "size": "64;19", "children": []}, {"name": null, "role": "AXTextField", "description": null, "role_description": "text field", "value": "21 KB", "position": "964.00;9429.00", "size": "64;19", "children": []}, {"name": null, "role": "AXTextField", "description": null, "role_description": "text field", "value": "Store", "position": "1031.00;9429.00", "size": "64;19", "children": []}]}, {"name": null, "role": "AXRow", "description": null, "role_description": "outline row", "value": null, "position": "158.00;9449.00", "size": "953;21", "children": [{"name": null, "role": "AXGroup", "description": null, "role_description": "group", "value": null, "position": "168.00;9449.00", "size": "208;21", "children": [{"name": null, "role": "AXDisclosureTriangle", "description": null, "role_description": "disclosure triangle", "value": 0, "position": "209.00;9450.00", "size": "13;19", "children": []}, {"name": null, "role": "AXTextField", "description": null, "role_description": "text field", "value": "1210242", "position": "222.00;9450.00", "size": "152;19", "children": []}]}, {"name": null, "role": "AXTextField", "description": null, "role_description": "text field", "value": "2023-12-14 16:10:29", "position": "377.00;9450.00", "size": "115;19", "children": []}, {"name": null, "role": "AXTextField", "description": null, "role_description": "text field", "value": "5 KB", "position": "495.00;9450.00", "size": "64;19", "children": []}, {"name": null, "role": "AXTextField", "description": null, "role_description": "text field", "value": "Folder", "position": "562.00;9450.00", "size": "137;19", "children": []}, {"name": null, "role": "AXTextField", "description": null, "role_description": "text field", "value": "4 KB", "position": "702.00;9450.00", "size": "60;19", "children": []}, {"name": null, "role": "AXTextField", "description": null, "role_description": "text field", "value": "drwxr-xr-x", "position": "765.00;9450.00", "size": "62;19", "children": []}, {"name": null, "role": "AXStaticText", "description": null, "role_description": "text", "value": "", "position": "830.00;9450.00", "size": "64;19", "children": []}, {"name": null, "role": "AXTextField", "description": null, "role_description": "text field", "value": "", "position": "897.00;9450.00", "size": "64;19", "children": []}, {"name": null, "role": "AXTextField", "description": null, "role_description": "text field", "value": "5 KB", "position": "964.00;9450.00", "size": "64;19", "children": []}, {"name": null, "role": "AXTextField", "description": null, "role_description": "text field", "value": "Store", "position": "1031.00;9450.00", "size": "64;19", "children": []}]}, {"name": null, "role": "AXRow", "description": null, "role_description": "outline row", "value": null, "position": "158.00;9470.00", "size": "953;21", "children": [{"name": null, "role": "AXGroup", "description": null, "role_description": "group", "value": null, "position": "168.00;9470.00", "size": "208;21", "children": [{"name": null, "role": "AXDisclosureTriangle", "description": null, "role_description": "disclosure triangle", "value": 0, "position": "209.00;9471.00", "size": "13;19", "children": []}, {"name": null, "role": "AXTextField", "description": null, "role_description": "text field", "value": "1211390", "position": "222.00;9471.00", "size": "152;19", "children": []}]}, {"name": null, "role": "AXTextField", "description": null, "role_description": "text field", "value": "2023-12-14 16:10:31", "position": "377.00;9471.00", "size": "115;19", "children": []}, {"name": null, "role": "AXTextField", "description": null, "role_description": "text field", "value": "5 KB", "position": "495.00;9471.00", "size": "64;19", "children": []}, {"name": null, "role": "AXTextField", "description": null, "role_description": "text field", "value": "Folder", "position": "562.00;9471.00", "size": "137;19", "children": []}, {"name": null, "role": "AXTextField", "description": null, "role_description": "text field", "value": "4 KB", "position": "702.00;9471.00", "size": "60;19", "children": []}, {"name": null, "role": "AXTextField", "description": null, "role_description": "text field", "value": "drwxr-xr-x", "position": "765.00;9471.00", "size": "62;19", "children": []}, {"name": null, "role": "AXStaticText", "description": null, "role_description": "text", "value": "", "position": "830.00;9471.00", "size": "64;19", "children": []}, {"name": null, "role": "AXTextField", "description": null, "role_description": "text field", "value": "", "position": "897.00;9471.00", "size": "64;19", "children": []}, {"name": null, "role": "AXTextField", "description": null, "role_description": "text field", "value": "5 KB", "position": "964.00;9471.00", "size": "64;19", "children": []}, {"name": null, "role": "AXTextField", "description": null, "role_description": "text field", "value": "Store", "position": "1031.00;9471.00", "size": "64;19", "children": []}]}, {"name": null, "role": "AXRow", "description": null, "role_description": "outline row", "value": null, "position": "158.00;9491.00", "size": "953;21", "children": [{"name": null, "role": "AXGroup", "description": null, "role_description": "group", "value": null, "position": "168.00;9491.00", "size": "208;21", "children": [{"name": null, "role": "AXDisclosureTriangle", "description": null, "role_description": "disclosure triangle", "value": 0, "position": "209.00;9492.00", "size": "13;19", "children": []}, {"name": null, "role": "AXTextField", "description": null, "role_description": "text field", "value": "1212727", "position": "222.00;9492.00", "size": "152;19", "children": []}]}, {"name": null, "role": "AXTextField", "description": null, "role_description": "text field", "value": "2023-12-14 16:10:32", "position": "377.00;9492.00", "size": "115;19", "children": []}, {"name": null, "role": "AXTextField", "description": null, "role_description": "text field", "value": "4 KB", "position": "495.00;9492.00", "size": "64;19", "children": []}, {"name": null, "role": "No role", "description": "", "role_description": "", "value": null, "position": "", "size": "", "children": []}, {"name": null, "role": "No role", "description": "", "role_description": "", "value": null, "position": "", "size": "", "children": []}, {"name": null, "role": "No role", "description": "", "role_description": "", "value": null, "position": "", "size": "", "children": []}, {"name": null, "role": "No role", "description": "", "role_description": "", "value": null, "position": "", "size": "", "children": []}, {"name": null, "role": "No role", "description": "", "role_description": "", "value": null, "position": "", "size": "", "children": []}, {"name": null, "role": "No role", "description": "", "role_description": "", "value": null, "position": "", "size": "", "children": []}, {"name": null, "role": "No role", "description": "", "role_description": "", "value": null, "position": "", "size": "", "children": []}]}, {"name": null, "role": "No role", "description": "", "role_description": "", "value": null, "position": "", "size": "", "children": []}, {"name": null, "role": "No role", "description": "", "role_description": "", "value": null, "position": "", "size": "", "children": []}, {"name": null, "role": "No role", "description": "", "role_description": "", "value": null, "position": "", "size": "", "children": []}, {"name": null, "role": "No role", "description": "", "role_description": "", "value": null, "position": "", "size": "", "children": []}, {"name": null, "role": "No role", "description": "", "role_description": "", "value": null, "position": "", "size": "", "children": []}, {"name": null, "role": "No role", "description": "", "role_description": "", "value": null, "position": "", "size": "", "children": []}, {"name": null, "role": "No role", "description": "", "role_description": "", "value": null, "position": "", "size": "", "children": []}, {"name": null, "role": "No role", "description": "", "role_description": "", "value": null, "position": "", "size": "", "children": []}, {"name": null, "role": "No role", "description": "", "role_description": "", "value": null, "position": "", "size": "", "children": []}, {"name": null, "role": "No role", "description": "", "role_description": "", "value": null, "position": "", "size": "", "children": []}, {"name": null, "role": "No role", "description": "", "role_description": "", "value": null, "position": "", "size": "", "children": []}, {"name": null, "role": "No role", "description": "", "role_description": "", "value": null, "position": "", "size": "", "children": []}, {"name": null, "role": "No role", "description": "", "role_description": "", "value": null, "position": "", "size": "", "children": []}, {"name": null, "role": "No role", "description": "", "role_description": "", "value": null, "position": "", "size": "", "children": []}, {"name": null, "role": "No role", "description": "", "role_description": "", "value": null, "position": "", "size": "", "children": []}, {"name": null, "role": "No role", "description": "", "role_description": "", "value": null, "position": "", "size": "", "children": []}, {"name": null, "role": "No role", "description": "", "role_description": "", "value": null, "position": "", "size": "", "children": []}, {"name": null, "role": "No role", "description": "", "role_description": "", "value": null, "position": "", "size": "", "children": []}, {"name": null, "role": "No role", "description": "", "role_description": "", "value": null, "position": "", "size": "", "children": []}, {"name": null, "role": "No role", "description": "", "role_description": "", "value": null, "position": "", "size": "", "children": []}, {"name": null, "role": "No role", "description": "", "role_description": "", "value": null, "position": "", "size": "", "children": []}, {"name": null, "role": "No role", "description": "", "role_description": "", "value": null, "position": "", "size": "", "children": []}, {"name": null, "role": "No role", "description": "", "role_description": "", "value": null, "position": "", "size": "", "children": []}, {"name": null, "role": "No role", "description": "", "role_description": "", "value": null, "position": "", "size": "", "children": []}, {"name": null, "role": "No role", "description": "", "role_description": "", "value": null, "position": "", "size": "", "children": []}, {"name": null, "role": "No role", "description": "", "role_description": "", "value": null, "position": "", "size": "", "children": []}, {"name": null, "role": "No role", "description": "", "role_description": "", "value": null, "position": "", "size": "", "children": []}, {"name": null, "role": "No role", "description": "", "role_description": "", "value": null, "position": "", "size": "", "children": []}, {"name": null, "role": "No role", "description": "", "role_description": "", "value": null, "position": "", "size": "", "children": []}, {"name": null, "role": "No role", "description": "", "role_description": "", "value": null, "position": "", "size": "", "children": []}, {"name": null, "role": "No role", "description": "", "role_description": "", "value": null, "position": "", "size": "", "children": []}, {"name": null, "role": "No role", "description": "", "role_description": "", "value": null, "position": "", "size": "", "children": []}, {"name": null, "role": "No role", "description": "", "role_description": "", "value": null, "position": "", "size": "", "children": []}, {"name": null, "role": "No role", "description": "", "role_description": "", "value": null, "position": "", "size": "", "children": []}, {"name": null, "role": "No role", "description": "", "role_description": "", "value": null, "position": "", "size": "", "children": []}, {"name": null, "role": "No role", "description": "", "role_description": "", "value": null, "position": "", "size": "", "children": []}, {"name": null, "role": "No role", "description": "", "role_description": "", "value": null, "position": "", "size": "", "children": []}, {"name": null, "role": "No role", "description": "", "role_description": "", "value": null, "position": "", "size": "", "children": []}, {"name": null, "role": "No role", "description": "", "role_description": "", "value": null, "position": "", "size": "", "children": []}, {"name": null, "role": "No role", "description": "", "role_description": "", "value": null, "position": "", "size": "", "children": []}, {"name": null, "role": "No role", "description": "", "role_description": "", "value": null, "position": "", "size": "", "children": []}, {"name": null, "role": "No role", "description": "", "role_description": "", "value": null, "position": "", "size": "", "children": []}, {"name": null, "role": "No role", "description": "", "role_description": "", "value": null, "position": "", "size": "", "children": []}, {"name": null, "role": "No role", "description": "", "role_description": "", "value": null, "position": "", "size": "", "children": []}, {"name": null, "role": "No role", "description": "", "role_description": "", "value": null, "position": "", "size": "", "children": []}, {"name": null, "role": "No role", "description": "", "role_description": "", "value": null, "position": "", "size": "", "children": []}, {"name": null, "role": "No role", "description": "", "role_description": "", "value": null, "position": "", "size": "", "children": []}, {"name": null, "role": "No role", "description": "", "role_description": "", "value": null, "position": "", "size": "", "children": []}, {"name": null, "role": "No role", "description": "", "role_description": "", "value": null, "position": "", "size": "", "children": []}, {"name": null, "role": "No role", "description": "", "role_description": "", "value": null, "position": "", "size": "", "children": []}, {"name": null, "role": "No role", "description": "", "role_description": "", "value": null, "position": "", "size": "", "children": []}, {"name": null, "role": "No role", "description": "", "role_description": "", "value": null, "position": "", "size": "", "children": []}, {"name": null, "role": "No role", "description": "", "role_description": "", "value": null, "position": "", "size": "", "children": []}, {"name": null, "role": "No role", "description": "", "role_description": "", "value": null, "position": "", "size": "", "children": []}, {"name": null, "role": "No role", "description": "", "role_description": "", "value": null, "position": "", "size": "", "children": []}, {"name": null, "role": "No role", "description": "", "role_description": "", "value": null, "position": "", "size": "", "children": []}, {"name": null, "role": "No role", "description": "", "role_description": "", "value": null, "position": "", "size": "", "children": []}, {"name": null, "role": "No role", "description": "", "role_description": "", "value": null, "position": "", "size": "", "children": []}, {"name": null, "role": "No role", "description": "", "role_description": "", "value": null, "position": "", "size": "", "children": []}, {"name": null, "role": "No role", "description": "", "role_description": "", "value": null, "position": "", "size": "", "children": []}, {"name": null, "role": "No role", "description": "", "role_description": "", "value": null, "position": "", "size": "", "children": []}, {"name": null, "role": "No role", "description": "", "role_description": "", "value": null, "position": "", "size": "", "children": []}, {"name": null, "role": "No role", "description": "", "role_description": "", "value": null, "position": "", "size": "", "children": []}, {"name": null, "role": "No role", "description": "", "role_description": "", "value": null, "position": "", "size": "", "children": []}, {"name": null, "role": "No role", "description": "", "role_description": "", "value": null, "position": "", "size": "", "children": []}, {"name": null, "role": "No role", "description": "", "role_description": "", "value": null, "position": "", "size": "", "children": []}, {"name": null, "role": "No role", "description": "", "role_description": "", "value": null, "position": "", "size": "", "children": []}, {"name": null, "role": "No role", "description": "", "role_description": "", "value": null, "position": "", "size": "", "children": []}, {"name": null, "role": "No role", "description": "", "role_description": "", "value": null, "position": "", "size": "", "children": []}, {"name": null, "role": "No role", "description": "", "role_description": "", "value": null, "position": "", "size": "", "children": []}, {"name": null, "role": "No role", "description": "", "role_description": "", "value": null, "position": "", "size": "", "children": []}, {"name": null, "role": "No role", "description": "", "role_description": "", "value": null, "position": "", "size": "", "children": []}, {"name": null, "role": "No role", "description": "", "role_description": "", "value": null, "position": "", "size": "", "children": []}, {"name": null, "role": "No role", "description": "", "role_description": "", "value": null, "position": "", "size": "", "children": []}, {"name": null, "role": "No role", "description": "", "role_description": "", "value": null, "position": "", "size": "", "children": []}, {"name": null, "role": "No role", "description": "", "role_description": "", "value": null, "position": "", "size": "", "children": []}, {"name": null, "role": "No role", "description": "", "role_description": "", "value": null, "position": "", "size": "", "children": []}, {"name": null, "role": "No role", "description": "", "role_description": "", "value": null, "position": "", "size": "", "children": []}, {"name": null, "role": "No role", "description": "", "role_description": "", "value": null, "position": "", "size": "", "children": []}, {"name": null, "role": "No role", "description": "", "role_description": "", "value": null, "position": "", "size": "", "children": []}, {"name": null, "role": "No role", "description": "", "role_description": "", "value": null, "position": "", "size": "", "children": []}, {"name": null, "role": "No role", "description": "", "role_description": "", "value": null, "position": "", "size": "", "children": []}, {"name": null, "role": "No role", "description": "", "role_description": "", "value": null, "position": "", "size": "", "children": []}, {"name": null, "role": "No role", "description": "", "role_description": "", "value": null, "position": "", "size": "", "children": []}, {"name": null, "role": "No role", "description": "", "role_description": "", "value": null, "position": "", "size": "", "children": []}, {"name": null, "role": "No role", "description": "", "role_description": "", "value": null, "position": "", "size": "", "children": []}, {"name": null, "role": "No role", "description": "", "role_description": "", "value": null, "position": "", "size": "", "children": []}, {"name": null, "role": "No role", "description": "", "role_description": "", "value": null, "position": "", "size": "", "children": []}, {"name": null, "role": "No role", "description": "", "role_description": "", "value": null, "position": "", "size": "", "children": []}, {"name": null, "role": "No role", "description": "", "role_description": "", "value": null, "position": "", "size": "", "children": []}, {"name": null, "role": "No role", "description": "", "role_description": "", "value": null, "position": "", "size": "", "children": []}, {"name": null, "role": "No role", "description": "", "role_description": "", "value": null, "position": "", "size": "", "children": []}, {"name": null, "role": "No role", "description": "", "role_description": "", "value": null, "position": "", "size": "", "children": []}, {"name": null, "role": "No role", "description": "", "role_description": "", "value": null, "position": "", "size": "", "children": []}, {"name": null, "role": "No role", "description": "", "role_description": "", "value": null, "position": "", "size": "", "children": []}, {"name": null, "role": "No role", "description": "", "role_description": "", "value": null, "position": "", "size": "", "children": []}, {"name": null, "role": "No role", "description": "", "role_description": "", "value": null, "position": "", "size": "", "children": []}, {"name": null, "role": "No role", "description": "", "role_description": "", "value": null, "position": "", "size": "", "children": []}, {"name": null, "role": "No role", "description": "", "role_description": "", "value": null, "position": "", "size": "", "children": []}, {"name": null, "role": "No role", "description": "", "role_description": "", "value": null, "position": "", "size": "", "children": []}, {"name": null, "role": "No role", "description": "", "role_description": "", "value": null, "position": "", "size": "", "children": []}, {"name": null, "role": "No role", "description": "", "role_description": "", "value": null, "position": "", "size": "", "children": []}, {"name": null, "role": "No role", "description": "", "role_description": "", "value": null, "position": "", "size": "", "children": []}, {"name": null, "role": "No role", "description": "", "role_description": "", "value": null, "position": "", "size": "", "children": []}, {"name": null, "role": "No role", "description": "", "role_description": "", "value": null, "position": "", "size": "", "children": []}, {"name": null, "role": "No role", "description": "", "role_description": "", "value": null, "position": "", "size": "", "children": []}, {"name": null, "role": "No role", "description": "", "role_description": "", "value": null, "position": "", "size": "", "children": []}, {"name": null, "role": "No role", "description": "", "role_description": "", "value": null, "position": "", "size": "", "children": []}, {"name": null, "role": "No role", "description": "", "role_description": "", "value": null, "position": "", "size": "", "children": []}, {"name": null, "role": "No role", "description": "", "role_description": "", "value": null, "position": "", "size": "", "children": []}, {"name": null, "role": "No role", "description": "", "role_description": "", "value": null, "position": "", "size": "", "children": []}, {"name": null, "role": "No role", "description": "", "role_description": "", "value": null, "position": "", "size": "", "children": []}, {"name": null, "role": "No role", "description": "", "role_description": "", "value": null, "position": "", "size": "", "children": []}, {"name": null, "role": "No role", "description": "", "role_description": "", "value": null, "position": "", "size": "", "children": []}, {"name": null, "role": "No role", "description": "", "role_description": "", "value": null, "position": "", "size": "", "children": []}, {"name": null, "role": "No role", "description": "", "role_description": "", "value": null, "position": "", "size": "", "children": []}, {"name": null, "role": "No role", "description": "", "role_description": "", "value": null, "position": "", "size": "", "children": []}, {"name": null, "role": "No role", "description": "", "role_description": "", "value": null, "position": "", "size": "", "children": []}, {"name": null, "role": "No role", "description": "", "role_description": "", "value": null, "position": "", "size": "", "children": []}, {"name": null, "role": "No role", "description": "", "role_description": "", "value": null, "position": "", "size": "", "children": []}, {"name": null, "role": "No role", "description": "", "role_description": "", "value": null, "position": "", "size": "", "children": []}, {"name": null, "role": "No role", "description": "", "role_description": "", "value": null, "position": "", "size": "", "children": []}, {"name": null, "role": "No role", "description": "", "role_description": "", "value": null, "position": "", "size": "", "children": []}, {"name": null, "role": "No role", "description": "", "role_description": "", "value": null, "position": "", "size": "", "children": []}, {"name": null, "role": "No role", "description": "", "role_description": "", "value": null, "position": "", "size": "", "children": []}, {"name": null, "role": "No role", "description": "", "role_description": "", "value": null, "position": "", "size": "", "children": []}, {"name": null, "role": "No role", "description": "", "role_description": "", "value": null, "position": "", "size": "", "children": []}, {"name": null, "role": "No role", "description": "", "role_description": "", "value": null, "position": "", "size": "", "children": []}, {"name": null, "role": "No role", "description": "", "role_description": "", "value": null, "position": "", "size": "", "children": []}, {"name": null, "role": "No role", "description": "", "role_description": "", "value": null, "position": "", "size": "", "children": []}, {"name": null, "role": "No role", "description": "", "role_description": "", "value": null, "position": "", "size": "", "children": []}, {"name": null, "role": "No role", "description": "", "role_description": "", "value": null, "position": "", "size": "", "children": []}, {"name": null, "role": "No role", "description": "", "role_description": "", "value": null, "position": "", "size": "", "children": []}, {"name": null, "role": "No role", "description": "", "role_description": "", "value": null, "position": "", "size": "", "children": []}, {"name": null, "role": "No role", "description": "", "role_description": "", "value": null, "position": "", "size": "", "children": []}, {"name": null, "role": "No role", "description": "", "role_description": "", "value": null, "position": "", "size": "", "children": []}, {"name": null, "role": "No role", "description": "", "role_description": "", "value": null, "position": "", "size": "", "children": []}, {"name": null, "role": "No role", "description": "", "role_description": "", "value": null, "position": "", "size": "", "children": []}, {"name": null, "role": "No role", "description": "", "role_description": "", "value": null, "position": "", "size": "", "children": []}, {"name": null, "role": "No role", "description": "", "role_description": "", "value": null, "position": "", "size": "", "children": []}, {"name": null, "role": "No role", "description": "", "role_description": "", "value": null, "position": "", "size": "", "children": []}, {"name": null, "role": "No role", "description": "", "role_description": "", "value": null, "position": "", "size": "", "children": []}, {"name": null, "role": "No role", "description": "", "role_description": "", "value": null, "position": "", "size": "", "children": []}, {"name": null, "role": "No role", "description": "", "role_description": "", "value": null, "position": "", "size": "", "children": []}, {"name": null, "role": "No role", "description": "", "role_description": "", "value": null, "position": "", "size": "", "children": []}, {"name": null, "role": "No role", "description": "", "role_description": "", "value": null, "position": "", "size": "", "children": []}, {"name": null, "role": "No role", "description": "", "role_description": "", "value": null, "position": "", "size": "", "children": []}, {"name": null, "role": "No role", "description": "", "role_description": "", "value": null, "position": "", "size": "", "children": []}, {"name": null, "role": "No role", "description": "", "role_description": "", "value": null, "position": "", "size": "", "children": []}, {"name": null, "role": "No role", "description": "", "role_description": "", "value": null, "position": "", "size": "", "children": []}, {"name": null, "role": "No role", "description": "", "role_description": "", "value": null, "position": "", "size": "", "children": []}, {"name": null, "role": "No role", "description": "", "role_description": "", "value": null, "position": "", "size": "", "children": []}, {"name": null, "role": "No role", "description": "", "role_description": "", "value": null, "position": "", "size": "", "children": []}, {"name": null, "role": "No role", "description": "", "role_description": "", "value": null, "position": "", "size": "", "children": []}, {"name": null, "role": "No role", "description": "", "role_description": "", "value": null, "position": "", "size": "", "children": []}, {"name": null, "role": "No role", "description": "", "role_description": "", "value": null, "position": "", "size": "", "children": []}, {"name": null, "role": "No role", "description": "", "role_description": "", "value": null, "position": "", "size": "", "children": []}, {"name": null, "role": "No role", "description": "", "role_description": "", "value": null, "position": "", "size": "", "children": []}, {"name": null, "role": "No role", "description": "", "role_description": "", "value": null, "position": "", "size": "", "children": []}, {"name": null, "role": "No role", "description": "", "role_description": "", "value": null, "position": "", "size": "", "children": []}, {"name": null, "role": "No role", "description": "", "role_description": "", "value": null, "position": "", "size": "", "children": []}, {"name": null, "role": "No role", "description": "", "role_description": "", "value": null, "position": "", "size": "", "children": []}, {"name": null, "role": "No role", "description": "", "role_description": "", "value": null, "position": "", "size": "", "children": []}, {"name": null, "role": "No role", "description": "", "role_description": "", "value": null, "position": "", "size": "", "children": []}, {"name": null, "role": "No role", "description": "", "role_description": "", "value": null, "position": "", "size": "", "children": []}, {"name": null, "role": "No role", "description": "", "role_description": "", "value": null, "position": "", "size": "", "children": []}, {"name": null, "role": "No role", "description": "", "role_description": "", "value": null, "position": "", "size": "", "children": []}, {"name": null, "role": "No role", "description": "", "role_description": "", "value": null, "position": "", "size": "", "children": []}, {"name": null, "role": "No role", "description": "", "role_description": "", "value": null, "position": "", "size": "", "children": []}, {"name": null, "role": "No role", "description": "", "role_description": "", "value": null, "position": "", "size": "", "children": []}, {"name": null, "role": "No role", "description": "", "role_description": "", "value": null, "position": "", "size": "", "children": []}, {"name": null, "role": "No role", "description": "", "role_description": "", "value": null, "position": "", "size": "", "children": []}, {"name": null, "role": "No role", "description": "", "role_description": "", "value": null, "position": "", "size": "", "children": []}, {"name": null, "role": "No role", "description": "", "role_description": "", "value": null, "position": "", "size": "", "children": []}, {"name": null, "role": "No role", "description": "", "role_description": "", "value": null, "position": "", "size": "", "children": []}, {"name": null, "role": "No role", "description": "", "role_description": "", "value": null, "position": "", "size": "", "children": []}, {"name": null, "role": "No role", "description": "", "role_description": "", "value": null, "position": "", "size": "", "children": []}, {"name": null, "role": "No role", "description": "", "role_description": "", "value": null, "position": "", "size": "", "children": []}, {"name": null, "role": "No role", "description": "", "role_description": "", "value": null, "position": "", "size": "", "children": []}, {"name": null, "role": "No role", "description": "", "role_description": "", "value": null, "position": "", "size": "", "children": []}, {"name": null, "role": "No role", "description": "", "role_description": "", "value": null, "position": "", "size": "", "children": []}, {"name": null, "role": "No role", "description": "", "role_description": "", "value": null, "position": "", "size": "", "children": []}, {"name": null, "role": "No role", "description": "", "role_description": "", "value": null, "position": "", "size": "", "children": []}, {"name": null, "role": "No role", "description": "", "role_description": "", "value": null, "position": "", "size": "", "children": []}, {"name": null, "role": "No role", "description": "", "role_description": "", "value": null, "position": "", "size": "", "children": []}, {"name": null, "role": "No role", "description": "", "role_description": "", "value": null, "position": "", "size": "", "children": []}, {"name": null, "role": "No role", "description": "", "role_description": "", "value": null, "position": "", "size": "", "children": []}, {"name": null, "role": "No role", "description": "", "role_description": "", "value": null, "position": "", "size": "", "children": []}, {"name": null, "role": "No role", "description": "", "role_description": "", "value": null, "position": "", "size": "", "children": []}, {"name": null, "role": "No role", "description": "", "role_description": "", "value": null, "position": "", "size": "", "children": []}, {"name": null, "role": "No role", "description": "", "role_description": "", "value": null, "position": "", "size": "", "children": []}, {"name": null, "role": "No role", "description": "", "role_description": "", "value": null, "position": "", "size": "", "children": []}, {"name": null, "role": "No role", "description": "", "role_description": "", "value": null, "position": "", "size": "", "children": []}, {"name": null, "role": "No role", "description": "", "role_description": "", "value": null, "position": "", "size": "", "children": []}, {"name": null, "role": "No role", "description": "", "role_description": "", "value": null, "position": "", "size": "", "children": []}, {"name": null, "role": "No role", "description": "", "role_description": "", "value": null, "position": "", "size": "", "children": []}, {"name": null, "role": "No role", "description": "", "role_description": "", "value": null, "position": "", "size": "", "children": []}, {"name": null, "role": "No role", "description": "", "role_description": "", "value": null, "position": "", "size": "", "children": []}, {"name": null, "role": "No role", "description": "", "role_description": "", "value": null, "position": "", "size": "", "children": []}, {"name": null, "role": "No role", "description": "", "role_description": "", "value": null, "position": "", "size": "", "children": []}, {"name": null, "role": "No role", "description": "", "role_description": "", "value": null, "position": "", "size": "", "children": []}, {"name": null, "role": "No role", "description": "", "role_description": "", "value": null, "position": "", "size": "", "children": []}, {"name": null, "role": "No role", "description": "", "role_description": "", "value": null, "position": "", "size": "", "children": []}, {"name": null, "role": "No role", "description": "", "role_description": "", "value": null, "position": "", "size": "", "children": []}, {"name": null, "role": "No role", "description": "", "role_description": "", "value": null, "position": "", "size": "", "children": []}, {"name": null, "role": "No role", "description": "", "role_description": "", "value": null, "position": "", "size": "", "children": []}, {"name": null, "role": "No role", "description": "", "role_description": "", "value": null, "position": "", "size": "", "children": []}, {"name": null, "role": "No role", "description": "", "role_description": "", "value": null, "position": "", "size": "", "children": []}, {"name": null, "role": "No role", "description": "", "role_description": "", "value": null, "position": "", "size": "", "children": []}, {"name": null, "role": "No role", "description": "", "role_description": "", "value": null, "position": "", "size": "", "children": []}, {"name": null, "role": "No role", "description": "", "role_description": "", "value": null, "position": "", "size": "", "children": []}, {"name": null, "role": "No role", "description": "", "role_description": "", "value": null, "position": "", "size": "", "children": []}, {"name": null, "role": "No role", "description": "", "role_description": "", "value": null, "position": "", "size": "", "children": []}, {"name": null, "role": "No role", "description": "", "role_description": "", "value": null, "position": "", "size": "", "children": []}, {"name": null, "role": "No role", "description": "", "role_description": "", "value": null, "position": "", "size": "", "children": []}, {"name": null, "role": "No role", "description": "", "role_description": "", "value": null, "position": "", "size": "", "children": []}, {"name": null, "role": "No role", "description": "", "role_description": "", "value": null, "position": "", "size": "", "children": []}, {"name": null, "role": "No role", "description": "", "role_description": "", "value": null, "position": "", "size": "", "children": []}, {"name": null, "role": "No role", "description": "", "role_description": "", "value": null, "position": "", "size": "", "children": []}, {"name": null, "role": "No role", "description": "", "role_description": "", "value": null, "position": "", "size": "", "children": []}, {"name": null, "role": "No role", "description": "", "role_description": "", "value": null, "position": "", "size": "", "children": []}, {"name": null, "role": "No role", "description": "", "role_description": "", "value": null, "position": "", "size": "", "children": []}, {"name": null, "role": "No role", "description": "", "role_description": "", "value": null, "position": "", "size": "", "children": []}, {"name": null, "role": "No role", "description": "", "role_description": "", "value": null, "position": "", "size": "", "children": []}, {"name": null, "role": "No role", "description": "", "role_description": "", "value": null, "position": "", "size": "", "children": []}, {"name": null, "role": "No role", "description": "", "role_description": "", "value": null, "position": "", "size": "", "children": []}, {"name": null, "role": "No role", "description": "", "role_description": "", "value": null, "position": "", "size": "", "children": []}, {"name": null, "role": "No role", "description": "", "role_description": "", "value": null, "position": "", "size": "", "children": []}, {"name": null, "role": "No role", "description": "", "role_description": "", "value": null, "position": "", "size": "", "children": []}, {"name": null, "role": "No role", "description": "", "role_description": "", "value": null, "position": "", "size": "", "children": []}, {"name": null, "role": "No role", "description": "", "role_description": "", "value": null, "position": "", "size": "", "children": []}, {"name": null, "role": "No role", "description": "", "role_description": "", "value": null, "position": "", "size": "", "children": []}, {"name": null, "role": "No role", "description": "", "role_description": "", "value": null, "position": "", "size": "", "children": []}, {"name": null, "role": "No role", "description": "", "role_description": "", "value": null, "position": "", "size": "", "children": []}, {"name": null, "role": "No role", "description": "", "role_description": "", "value": null, "position": "", "size": "", "children": []}, {"name": null, "role": "No role", "description": "", "role_description": "", "value": null, "position": "", "size": "", "children": []}, {"name": null, "role": "No role", "description": "", "role_description": "", "value": null, "position": "", "size": "", "children": []}, {"name": null, "role": "No role", "description": "", "role_description": "", "value": null, "position": "", "size": "", "children": []}, {"name": null, "role": "No role", "description": "", "role_description": "", "value": null, "position": "", "size": "", "children": []}, {"name": null, "role": "No role", "description": "", "role_description": "", "value": null, "position": "", "size": "", "children": []}, {"name": null, "role": "No role", "description": "", "role_description": "", "value": null, "position": "", "size": "", "children": []}, {"name": null, "role": "No role", "description": "", "role_description": "", "value": null, "position": "", "size": "", "children": []}, {"name": null, "role": "No role", "description": "", "role_description": "", "value": null, "position": "", "size": "", "children": []}, {"name": null, "role": "No role", "description": "", "role_description": "", "value": null, "position": "", "size": "", "children": []}, {"name": null, "role": "No role", "description": "", "role_description": "", "value": null, "position": "", "size": "", "children": []}, {"name": null, "role": "No role", "description": "", "role_description": "", "value": null, "position": "", "size": "", "children": []}, {"name": null, "role": "No role", "description": "", "role_description": "", "value": null, "position": "", "size": "", "children": []}, {"name": null, "role": "No role", "description": "", "role_description": "", "value": null, "position": "", "size": "", "children": []}, {"name": null, "role": "No role", "description": "", "role_description": "", "value": null, "position": "", "size": "", "children": []}, {"name": null, "role": "No role", "description": "", "role_description": "", "value": null, "position": "", "size": "", "children": []}, {"name": null, "role": "No role", "description": "", "role_description": "", "value": null, "position": "", "size": "", "children": []}, {"name": null, "role": "No role", "description": "", "role_description": "", "value": null, "position": "", "size": "", "children": []}, {"name": null, "role": "No role", "description": "", "role_description": "", "value": null, "position": "", "size": "", "children": []}, {"name": null, "role": "No role", "description": "", "role_description": "", "value": null, "position": "", "size": "", "children": []}, {"name": null, "role": "No role", "description": "", "role_description": "", "value": null, "position": "", "size": "", "children": []}, {"name": null, "role": "No role", "description": "", "role_description": "", "value": null, "position": "", "size": "", "children": []}, {"name": null, "role": "No role", "description": "", "role_description": "", "value": null, "position": "", "size": "", "children": []}, {"name": null, "role": "No role", "description": "", "role_description": "", "value": null, "position": "", "size": "", "children": []}, {"name": null, "role": "No role", "description": "", "role_description": "", "value": null, "position": "", "size": "", "children": []}, {"name": null, "role": "No role", "description": "", "role_description": "", "value": null, "position": "", "size": "", "children": []}, {"name": null, "role": "No role", "description": "", "role_description": "", "value": null, "position": "", "size": "", "children": []}, {"name": null, "role": "No role", "description": "", "role_description": "", "value": null, "position": "", "size": "", "children": []}, {"name": null, "role": "No role", "description": "", "role_description": "", "value": null, "position": "", "size": "", "children": []}, {"name": null, "role": "No role", "description": "", "role_description": "", "value": null, "position": "", "size": "", "children": []}, {"name": null, "role": "No role", "description": "", "role_description": "", "value": null, "position": "", "size": "", "children": []}, {"name": null, "role": "No role", "description": "", "role_description": "", "value": null, "position": "", "size": "", "children": []}, {"name": null, "role": "No role", "description": "", "role_description": "", "value": null, "position": "", "size": "", "children": []}, {"name": null, "role": "No role", "description": "", "role_description": "", "value": null, "position": "", "size": "", "children": []}, {"name": null, "role": "No role", "description": "", "role_description": "", "value": null, "position": "", "size": "", "children": []}, {"name": null, "role": "No role", "description": "", "role_description": "", "value": null, "position": "", "size": "", "children": []}, {"name": null, "role": "No role", "description": "", "role_description": "", "value": null, "position": "", "size": "", "children": []}, {"name": null, "role": "No role", "description": "", "role_description": "", "value": null, "position": "", "size": "", "children": []}, {"name": null, "role": "No role", "description": "", "role_description": "", "value": null, "position": "", "size": "", "children": []}, {"name": null, "role": "No role", "description": "", "role_description": "", "value": null, "position": "", "size": "", "children": []}, {"name": null, "role": "No role", "description": "", "role_description": "", "value": null, "position": "", "size": "", "children": []}, {"name": null, "role": "No role", "description": "", "role_description": "", "value": null, "position": "", "size": "", "children": []}, {"name": null, "role": "No role", "description": "", "role_description": "", "value": null, "position": "", "size": "", "children": []}, {"name": null, "role": "No role", "description": "", "role_description": "", "value": null, "position": "", "size": "", "children": []}, {"name": null, "role": "No role", "description": "", "role_description": "", "value": null, "position": "", "size": "", "children": []}, {"name": null, "role": "No role", "description": "", "role_description": "", "value": null, "position": "", "size": "", "children": []}, {"name": null, "role": "No role", "description": "", "role_description": "", "value": null, "position": "", "size": "", "children": []}, {"name": null, "role": "No role", "description": "", "role_description": "", "value": null, "position": "", "size": "", "children": []}, {"name": null, "role": "No role", "description": "", "role_description": "", "value": null, "position": "", "size": "", "children": []}, {"name": null, "role": "No role", "description": "", "role_description": "", "value": null, "position": "", "size": "", "children": []}, {"name": null, "role": "No role", "description": "", "role_description": "", "value": null, "position": "", "size": "", "children": []}, {"name": null, "role": "No role", "description": "", "role_description": "", "value": null, "position": "", "size": "", "children": []}, {"name": null, "role": "No role", "description": "", "role_description": "", "value": null, "position": "", "size": "", "children": []}, {"name": null, "role": "No role", "description": "", "role_description": "", "value": null, "position": "", "size": "", "children": []}, {"name": null, "role": "No role", "description": "", "role_description": "", "value": null, "position": "", "size": "", "children": []}, {"name": null, "role": "No role", "description": "", "role_description": "", "value": null, "position": "", "size": "", "children": []}, {"name": null, "role": "No role", "description": "", "role_description": "", "value": null, "position": "", "size": "", "children": []}, {"name": null, "role": "No role", "description": "", "role_description": "", "value": null, "position": "", "size": "", "children": []}, {"name": null, "role": "No role", "description": "", "role_description": "", "value": null, "position": "", "size": "", "children": []}, {"name": null, "role": "No role", "description": "", "role_description": "", "value": null, "position": "", "size": "", "children": []}, {"name": null, "role": "No role", "description": "", "role_description": "", "value": null, "position": "", "size": "", "children": []}, {"name": null, "role": "No role", "description": "", "role_description": "", "value": null, "position": "", "size": "", "children": []}, {"name": null, "role": "No role", "description": "", "role_description": "", "value": null, "position": "", "size": "", "children": []}, {"name": null, "role": "No role", "description": "", "role_description": "", "value": null, "position": "", "size": "", "children": []}, {"name": null, "role": "No role", "description": "", "role_description": "", "value": null, "position": "", "size": "", "children": []}, {"name": null, "role": "No role", "description": "", "role_description": "", "value": null, "position": "", "size": "", "children": []}, {"name": null, "role": "No role", "description": "", "role_description": "", "value": null, "position": "", "size": "", "children": []}, {"name": null, "role": "No role", "description": "", "role_description": "", "value": null, "position": "", "size": "", "children": []}, {"name": null, "role": "No role", "description": "", "role_description": "", "value": null, "position": "", "size": "", "children": []}, {"name": null, "role": "No role", "description": "", "role_description": "", "value": null, "position": "", "size": "", "children": []}, {"name": null, "role": "No role", "description": "", "role_description": "", "value": null, "position": "", "size": "", "children": []}, {"name": null, "role": "No role", "description": "", "role_description": "", "value": null, "position": "", "size": "", "children": []}, {"name": null, "role": "No role", "description": "", "role_description": "", "value": null, "position": "", "size": "", "children": []}, {"name": null, "role": "No role", "description": "", "role_description": "", "value": null, "position": "", "size": "", "children": []}, {"name": null, "role": "No role", "description": "", "role_description": "", "value": null, "position": "", "size": "", "children": []}, {"name": null, "role": "No role", "description": "", "role_description": "", "value": null, "position": "", "size": "", "children": []}, {"name": null, "role": "No role", "description": "", "role_description": "", "value": null, "position": "", "size": "", "children": []}, {"name": null, "role": "No role", "description": "", "role_description": "", "value": null, "position": "", "size": "", "children": []}, {"name": null, "role": "No role", "description": "", "role_description": "", "value": null, "position": "", "size": "", "children": []}, {"name": null, "role": "No role", "description": "", "role_description": "", "value": null, "position": "", "size": "", "children": []}, {"name": null, "role": "No role", "description": "", "role_description": "", "value": null, "position": "", "size": "", "children": []}, {"name": null, "role": "No role", "description": "", "role_description": "", "value": null, "position": "", "size": "", "children": []}, {"name": null, "role": "No role", "description": "", "role_description": "", "value": null, "position": "", "size": "", "children": []}, {"name": null, "role": "No role", "description": "", "role_description": "", "value": null, "position": "", "size": "", "children": []}, {"name": null, "role": "No role", "description": "", "role_description": "", "value": null, "position": "", "size": "", "children": []}, {"name": null, "role": "No role", "description": "", "role_description": "", "value": null, "position": "", "size": "", "children": []}, {"name": null, "role": "No role", "description": "", "role_description": "", "value": null, "position": "", "size": "", "children": []}, {"name": null, "role": "No role", "description": "", "role_description": "", "value": null, "position": "", "size": "", "children": []}, {"name": null, "role": "No role", "description": "", "role_description": "", "value": null, "position": "", "size": "", "children": []}, {"name": null, "role": "No role", "description": "", "role_description": "", "value": null, "position": "", "size": "", "children": []}, {"name": null, "role": "No role", "description": "", "role_description": "", "value": null, "position": "", "size": "", "children": []}, {"name": null, "role": "No role", "description": "", "role_description": "", "value": null, "position": "", "size": "", "children": []}, {"name": null, "role": "No role", "description": "", "role_description": "", "value": null, "position": "", "size": "", "children": []}, {"name": null, "role": "No role", "description": "", "role_description": "", "value": null, "position": "", "size": "", "children": []}, {"name": null, "role": "No role", "description": "", "role_description": "", "value": null, "position": "", "size": "", "children": []}, {"name": null, "role": "No role", "description": "", "role_description": "", "value": null, "position": "", "size": "", "children": []}, {"name": null, "role": "No role", "description": "", "role_description": "", "value": null, "position": "", "size": "", "children": []}, {"name": null, "role": "No role", "description": "", "role_description": "", "value": null, "position": "", "size": "", "children": []}, {"name": null, "role": "No role", "description": "", "role_description": "", "value": null, "position": "", "size": "", "children": []}, {"name": null, "role": "No role", "description": "", "role_description": "", "value": null, "position": "", "size": "", "children": []}, {"name": null, "role": "No role", "description": "", "role_description": "", "value": null, "position": "", "size": "", "children": []}, {"name": null, "role": "No role", "description": "", "role_description": "", "value": null, "position": "", "size": "", "children": []}, {"name": null, "role": "No role", "description": "", "role_description": "", "value": null, "position": "", "size": "", "children": []}, {"name": null, "role": "No role", "description": "", "role_description": "", "value": null, "position": "", "size": "", "children": []}, {"name": null, "role": "No role", "description": "", "role_description": "", "value": null, "position": "", "size": "", "children": []}, {"name": null, "role": "No role", "description": "", "role_description": "", "value": null, "position": "", "size": "", "children": []}, {"name": null, "role": "No role", "description": "", "role_description": "", "value": null, "position": "", "size": "", "children": []}, {"name": null, "role": "No role", "description": "", "role_description": "", "value": null, "position": "", "size": "", "children": []}, {"name": null, "role": "No role", "description": "", "role_description": "", "value": null, "position": "", "size": "", "children": []}, {"name": null, "role": "No role", "description": "", "role_description": "", "value": null, "position": "", "size": "", "children": []}, {"name": null, "role": "No role", "description": "", "role_description": "", "value": null, "position": "", "size": "", "children": []}, {"name": null, "role": "No role", "description": "", "role_description": "", "value": null, "position": "", "size": "", "children": []}, {"name": null, "role": "No role", "description": "", "role_description": "", "value": null, "position": "", "size": "", "children": []}, {"name": null, "role": "No role", "description": "", "role_description": "", "value": null, "position": "", "size": "", "children": []}, {"name": null, "role": "No role", "description": "", "role_description": "", "value": null, "position": "", "size": "", "children": []}, {"name": null, "role": "No role", "description": "", "role_description": "", "value": null, "position": "", "size": "", "children": []}, {"name": null, "role": "No role", "description": "", "role_description": "", "value": null, "position": "", "size": "", "children": []}, {"name": null, "role": "No role", "description": "", "role_description": "", "value": null, "position": "", "size": "", "children": []}, {"name": null, "role": "No role", "description": "", "role_description": "", "value": null, "position": "", "size": "", "children": []}, {"name": null, "role": "No role", "description": "", "role_description": "", "value": null, "position": "", "size": "", "children": []}, {"name": null, "role": "No role", "description": "", "role_description": "", "value": null, "position": "", "size": "", "children": []}, {"name": null, "role": "No role", "description": "", "role_description": "", "value": null, "position": "", "size": "", "children": []}, {"name": null, "role": "No role", "description": "", "role_description": "", "value": null, "position": "", "size": "", "children": []}, {"name": null, "role": "No role", "description": "", "role_description": "", "value": null, "position": "", "size": "", "children": []}, {"name": null, "role": "No role", "description": "", "role_description": "", "value": null, "position": "", "size": "", "children": []}, {"name": null, "role": "No role", "description": "", "role_description": "", "value": null, "position": "", "size": "", "children": []}, {"name": null, "role": "No role", "description": "", "role_description": "", "value": null, "position": "", "size": "", "children": []}, {"name": null, "role": "No role", "description": "", "role_description": "", "value": null, "position": "", "size": "", "children": []}, {"name": null, "role": "No role", "description": "", "role_description": "", "value": null, "position": "", "size": "", "children": []}, {"name": null, "role": "No role", "description": "", "role_description": "", "value": null, "position": "", "size": "", "children": []}, {"name": null, "role": "No role", "description": "", "role_description": "", "value": null, "position": "", "size": "", "children": []}, {"name": null, "role": "No role", "description": "", "role_description": "", "value": null, "position": "", "size": "", "children": []}, {"name": null, "role": "No role", "description": "", "role_description": "", "value": null, "position": "", "size": "", "children": []}, {"name": null, "role": "No role", "description": "", "role_description": "", "value": null, "position": "", "size": "", "children": []}, {"name": null, "role": "No role", "description": "", "role_description": "", "value": null, "position": "", "size": "", "children": []}, {"name": null, "role": "No role", "description": "", "role_description": "", "value": null, "position": "", "size": "", "children": []}, {"name": null, "role": "No role", "description": "", "role_description": "", "value": null, "position": "", "size": "", "children": []}, {"name": null, "role": "No role", "description": "", "role_description": "", "value": null, "position": "", "size": "", "children": []}, {"name": null, "role": "No role", "description": "", "role_description": "", "value": null, "position": "", "size": "", "children": []}, {"name": null, "role": "No role", "description": "", "role_description": "", "value": null, "position": "", "size": "", "children": []}, {"name": null, "role": "No role", "description": "", "role_description": "", "value": null, "position": "", "size": "", "children": []}, {"name": null, "role": "No role", "description": "", "role_description": "", "value": null, "position": "", "size": "", "children": []}, {"name": null, "role": "No role", "description": "", "role_description": "", "value": null, "position": "", "size": "", "children": []}, {"name": null, "role": "No role", "description": "", "role_description": "", "value": null, "position": "", "size": "", "children": []}, {"name": null, "role": "No role", "description": "", "role_description": "", "value": null, "position": "", "size": "", "children": []}, {"name": null, "role": "No role", "description": "", "role_description": "", "value": null, "position": "", "size": "", "children": []}, {"name": null, "role": "No role", "description": "", "role_description": "", "value": null, "position": "", "size": "", "children": []}, {"name": null, "role": "No role", "description": "", "role_description": "", "value": null, "position": "", "size": "", "children": []}, {"name": null, "role": "No role", "description": "", "role_description": "", "value": null, "position": "", "size": "", "children": []}, {"name": null, "role": "No role", "description": "", "role_description": "", "value": null, "position": "", "size": "", "children": []}, {"name": null, "role": "No role", "description": "", "role_description": "", "value": null, "position": "", "size": "", "children": []}, {"name": null, "role": "No role", "description": "", "role_description": "", "value": null, "position": "", "size": "", "children": []}, {"name": null, "role": "No role", "description": "", "role_description": "", "value": null, "position": "", "size": "", "children": []}, {"name": null, "role": "No role", "description": "", "role_description": "", "value": null, "position": "", "size": "", "children": []}, {"name": null, "role": "No role", "description": "", "role_description": "", "value": null, "position": "", "size": "", "children": []}, {"name": null, "role": "No role", "description": "", "role_description": "", "value": null, "position": "", "size": "", "children": []}, {"name": null, "role": "No role", "description": "", "role_description": "", "value": null, "position": "", "size": "", "children": []}, {"name": null, "role": "No role", "description": "", "role_description": "", "value": null, "position": "", "size": "", "children": []}, {"name": null, "role": "No role", "description": "", "role_description": "", "value": null, "position": "", "size": "", "children": []}, {"name": null, "role": "No role", "description": "", "role_description": "", "value": null, "position": "", "size": "", "children": []}, {"name": null, "role": "No role", "description": "", "role_description": "", "value": null, "position": "", "size": "", "children": []}, {"name": null, "role": "No role", "description": "", "role_description": "", "value": null, "position": "", "size": "", "children": []}, {"name": null, "role": "No role", "description": "", "role_description": "", "value": null, "position": "", "size": "", "children": []}, {"name": null, "role": "No role", "description": "", "role_description": "", "value": null, "position": "", "size": "", "children": []}, {"name": null, "role": "No role", "description": "", "role_description": "", "value": null, "position": "", "size": "", "children": []}, {"name": null, "role": "No role", "description": "", "role_description": "", "value": null, "position": "", "size": "", "children": []}, {"name": null, "role": "No role", "description": "", "role_description": "", "value": null, "position": "", "size": "", "children": []}, {"name": null, "role": "No role", "description": "", "role_description": "", "value": null, "position": "", "size": "", "children": []}, {"name": null, "role": "No role", "description": "", "role_description": "", "value": null, "position": "", "size": "", "children": []}, {"name": null, "role": "No role", "description": "", "role_description": "", "value": null, "position": "", "size": "", "children": []}, {"name": null, "role": "No role", "description": "", "role_description": "", "value": null, "position": "", "size": "", "children": []}, {"name": null, "role": "No role", "description": "", "role_description": "", "value": null, "position": "", "size": "", "children": []}, {"name": null, "role": "No role", "description": "", "role_description": "", "value": null, "position": "", "size": "", "children": []}, {"name": null, "role": "No role", "description": "", "role_description": "", "value": null, "position": "", "size": "", "children": []}, {"name": null, "role": "No role", "description": "", "role_description": "", "value": null, "position": "", "size": "", "children": []}, {"name": null, "role": "No role", "description": "", "role_description": "", "value": null, "position": "", "size": "", "children": []}, {"name": null, "role": "No role", "description": "", "role_description": "", "value": null, "position": "", "size": "", "children": []}, {"name": null, "role": "No role", "description": "", "role_description": "", "value": null, "position": "", "size": "", "children": []}, {"name": null, "role": "No role", "description": "", "role_description": "", "value": null, "position": "", "size": "", "children": []}, {"name": null, "role": "No role", "description": "", "role_description": "", "value": null, "position": "", "size": "", "children": []}, {"name": null, "role": "No role", "description": "", "role_description": "", "value": null, "position": "", "size": "", "children": []}, {"name": null, "role": "No role", "description": "", "role_description": "", "value": null, "position": "", "size": "", "children": []}, {"name": null, "role": "No role", "description": "", "role_description": "", "value": null, "position": "", "size": "", "children": []}, {"name": null, "role": "No role", "description": "", "role_description": "", "value": null, "position": "", "size": "", "children": []}, {"name": null, "role": "No role", "description": "", "role_description": "", "value": null, "position": "", "size": "", "children": []}, {"name": null, "role": "No role", "description": "", "role_description": "", "value": null, "position": "", "size": "", "children": []}, {"name": null, "role": "No role", "description": "", "role_description": "", "value": null, "position": "", "size": "", "children": []}, {"name": null, "role": "No role", "description": "", "role_description": "", "value": null, "position": "", "size": "", "children": []}, {"name": null, "role": "No role", "description": "", "role_description": "", "value": null, "position": "", "size": "", "children": []}, {"name": null, "role": "No role", "description": "", "role_description": "", "value": null, "position": "", "size": "", "children": []}, {"name": null, "role": "No role", "description": "", "role_description": "", "value": null, "position": "", "size": "", "children": []}, {"name": null, "role": "No role", "description": "", "role_description": "", "value": null, "position": "", "size": "", "children": []}, {"name": null, "role": "No role", "description": "", "role_description": "", "value": null, "position": "", "size": "", "children": []}, {"name": null, "role": "No role", "description": "", "role_description": "", "value": null, "position": "", "size": "", "children": []}, {"name": null, "role": "No role", "description": "", "role_description": "", "value": null, "position": "", "size": "", "children": []}, {"name": null, "role": "No role", "description": "", "role_description": "", "value": null, "position": "", "size": "", "children": []}, {"name": null, "role": "No role", "description": "", "role_description": "", "value": null, "position": "", "size": "", "children": []}, {"name": null, "role": "No role", "description": "", "role_description": "", "value": null, "position": "", "size": "", "children": []}, {"name": null, "role": "No role", "description": "", "role_description": "", "value": null, "position": "", "size": "", "children": []}, {"name": null, "role": "No role", "description": "", "role_description": "", "value": null, "position": "", "size": "", "children": []}, {"name": null, "role": "No role", "description": "", "role_description": "", "value": null, "position": "", "size": "", "children": []}, {"name": null, "role": "No role", "description": "", "role_description": "", "value": null, "position": "", "size": "", "children": []}, {"name": null, "role": "No role", "description": "", "role_description": "", "value": null, "position": "", "size": "", "children": []}, {"name": null, "role": "No role", "description": "", "role_description": "", "value": null, "position": "", "size": "", "children": []}, {"name": null, "role": "No role", "description": "", "role_description": "", "value": null, "position": "", "size": "", "children": []}, {"name": null, "role": "No role", "description": "", "role_description": "", "value": null, "position": "", "size": "", "children": []}, {"name": null, "role": "No role", "description": "", "role_description": "", "value": null, "position": "", "size": "", "children": []}, {"name": null, "role": "No role", "description": "", "role_description": "", "value": null, "position": "", "size": "", "children": []}, {"name": null, "role": "No role", "description": "", "role_description": "", "value": null, "position": "", "size": "", "children": []}, {"name": null, "role": "No role", "description": "", "role_description": "", "value": null, "position": "", "size": "", "children": []}, {"name": null, "role": "No role", "description": "", "role_description": "", "value": null, "position": "", "size": "", "children": []}, {"name": null, "role": "No role", "description": "", "role_description": "", "value": null, "position": "", "size": "", "children": []}, {"name": null, "role": "No role", "description": "", "role_description": "", "value": null, "position": "", "size": "", "children": []}, {"name": null, "role": "No role", "description": "", "role_description": "", "value": null, "position": "", "size": "", "children": []}, {"name": null, "role": "No role", "description": "", "role_description": "", "value": null, "position": "", "size": "", "children": []}, {"name": null, "role": "No role", "description": "", "role_description": "", "value": null, "position": "", "size": "", "children": []}, {"name": null, "role": "No role", "description": "", "role_description": "", "value": null, "position": "", "size": "", "children": []}, {"name": null, "role": "No role", "description": "", "role_description": "", "value": null, "position": "", "size": "", "children": []}, {"name": null, "role": "No role", "description": "", "role_description": "", "value": null, "position": "", "size": "", "children": []}, {"name": null, "role": "No role", "description": "", "role_description": "", "value": null, "position": "", "size": "", "children": []}, {"name": null, "role": "No role", "description": "", "role_description": "", "value": null, "position": "", "size": "", "children": []}, {"name": null, "role": "No role", "description": "", "role_description": "", "value": null, "position": "", "size": "", "children": []}, {"name": null, "role": "No role", "description": "", "role_description": "", "value": null, "position": "", "size": "", "children": []}, {"name": null, "role": "No role", "description": "", "role_description": "", "value": null, "position": "", "size": "", "children": []}, {"name": null, "role": "No role", "description": "", "role_description": "", "value": null, "position": "", "size": "", "children": []}, {"name": null, "role": "No role", "description": "", "role_description": "", "value": null, "position": "", "size": "", "children": []}, {"name": null, "role": "No role", "description": "", "role_description": "", "value": null, "position": "", "size": "", "children": []}, {"name": null, "role": "No role", "description": "", "role_description": "", "value": null, "position": "", "size": "", "children": []}, {"name": null, "role": "No role", "description": "", "role_description": "", "value": null, "position": "", "size": "", "children": []}, {"name": null, "role": "No role", "description": "", "role_description": "", "value": null, "position": "", "size": "", "children": []}, {"name": null, "role": "No role", "description": "", "role_description": "", "value": null, "position": "", "size": "", "children": []}, {"name": null, "role": "No role", "description": "", "role_description": "", "value": null, "position": "", "size": "", "children": []}, {"name": null, "role": "No role", "description": "", "role_description": "", "value": null, "position": "", "size": "", "children": []}, {"name": null, "role": "No role", "description": "", "role_description": "", "value": null, "position": "", "size": "", "children": []}, {"name": null, "role": "No role", "description": "", "role_description": "", "value": null, "position": "", "size": "", "children": []}, {"name": null, "role": "No role", "description": "", "role_description": "", "value": null, "position": "", "size": "", "children": []}, {"name": null, "role": "No role", "description": "", "role_description": "", "value": null, "position": "", "size": "", "children": []}, {"name": null, "role": "No role", "description": "", "role_description": "", "value": null, "position": "", "size": "", "children": []}, {"name": null, "role": "No role", "description": "", "role_description": "", "value": null, "position": "", "size": "", "children": []}, {"name": null, "role": "No role", "description": "", "role_description": "", "value": null, "position": "", "size": "", "children": []}, {"name": null, "role": "No role", "description": "", "role_description": "", "value": null, "position": "", "size": "", "children": []}, {"name": null, "role": "No role", "description": "", "role_description": "", "value": null, "position": "", "size": "", "children": []}, {"name": null, "role": "No role", "description": "", "role_description": "", "value": null, "position": "", "size": "", "children": []}, {"name": null, "role": "No role", "description": "", "role_description": "", "value": null, "position": "", "size": "", "children": []}, {"name": null, "role": "No role", "description": "", "role_description": "", "value": null, "position": "", "size": "", "children": []}, {"name": null, "role": "No role", "description": "", "role_description": "", "value": null, "position": "", "size": "", "children": []}, {"name": null, "role": "No role", "description": "", "role_description": "", "value": null, "position": "", "size": "", "children": []}, {"name": null, "role": "No role", "description": "", "role_description": "", "value": null, "position": "", "size": "", "children": []}, {"name": null, "role": "No role", "description": "", "role_description": "", "value": null, "position": "", "size": "", "children": []}, {"name": null, "role": "No role", "description": "", "role_description": "", "value": null, "position": "", "size": "", "children": []}, {"name": null, "role": "No role", "description": "", "role_description": "", "value": null, "position": "", "size": "", "children": []}, {"name": null, "role": "No role", "description": "", "role_description": "", "value": null, "position": "", "size": "", "children": []}, {"name": null, "role": "No role", "description": "", "role_description": "", "value": null, "position": "", "size": "", "children": []}, {"name": null, "role": "No role", "description": "", "role_description": "", "value": null, "position": "", "size": "", "children": []}, {"name": null, "role": "No role", "description": "", "role_description": "", "value": null, "position": "", "size": "", "children": []}, {"name": null, "role": "No role", "description": "", "role_description": "", "value": null, "position": "", "size": "", "children": []}, {"name": null, "role": "No role", "description": "", "role_description": "", "value": null, "position": "", "size": "", "children": []}, {"name": null, "role": "No role", "description": "", "role_description": "", "value": null, "position": "", "size": "", "children": []}, {"name": null, "role": "No role", "description": "", "role_description": "", "value": null, "position": "", "size": "", "children": []}, {"name": null, "role": "No role", "description": "", "role_description": "", "value": null, "position": "", "size": "", "children": []}, {"name": null, "role": "No role", "description": "", "role_description": "", "value": null, "position": "", "size": "", "children": []}, {"name": null, "role": "No role", "description": "", "role_description": "", "value": null, "position": "", "size": "", "children": []}, {"name": null, "role": "No role", "description": "", "role_description": "", "value": null, "position": "", "size": "", "children": []}, {"name": null, "role": "No role", "description": "", "role_description": "", "value": null, "position": "", "size": "", "children": []}, {"name": null, "role": "No role", "description": "", "role_description": "", "value": null, "position": "", "size": "", "children": []}, {"name": null, "role": "No role", "description": "", "role_description": "", "value": null, "position": "", "size": "", "children": []}, {"name": null, "role": "No role", "description": "", "role_description": "", "value": null, "position": "", "size": "", "children": []}, {"name": null, "role": "No role", "description": "", "role_description": "", "value": null, "position": "", "size": "", "children": []}, {"name": null, "role": "No role", "description": "", "role_description": "", "value": null, "position": "", "size": "", "children": []}, {"name": null, "role": "No role", "description": "", "role_description": "", "value": null, "position": "", "size": "", "children": []}, {"name": null, "role": "No role", "description": "", "role_description": "", "value": null, "position": "", "size": "", "children": []}, {"name": null, "role": "No role", "description": "", "role_description": "", "value": null, "position": "", "size": "", "children": []}, {"name": null, "role": "No role", "description": "", "role_description": "", "value": null, "position": "", "size": "", "children": []}, {"name": null, "role": "No role", "description": "", "role_description": "", "value": null, "position": "", "size": "", "children": []}, {"name": null, "role": "No role", "description": "", "role_description": "", "value": null, "position": "", "size": "", "children": []}, {"name": null, "role": "No role", "description": "", "role_description": "", "value": null, "position": "", "size": "", "children": []}, {"name": null, "role": "No role", "description": "", "role_description": "", "value": null, "position": "", "size": "", "children": []}, {"name": null, "role": "No role", "description": "", "role_description": "", "value": null, "position": "", "size": "", "children": []}, {"name": null, "role": "No role", "description": "", "role_description": "", "value": null, "position": "", "size": "", "children": []}, {"name": null, "role": "No role", "description": "", "role_description": "", "value": null, "position": "", "size": "", "children": []}, {"name": null, "role": "No role", "description": "", "role_description": "", "value": null, "position": "", "size": "", "children": []}, {"name": null, "role": "No role", "description": "", "role_description": "", "value": null, "position": "", "size": "", "children": []}, {"name": null, "role": "No role", "description": "", "role_description": "", "value": null, "position": "", "size": "", "children": []}, {"name": null, "role": "No role", "description": "", "role_description": "", "value": null, "position": "", "size": "", "children": []}, {"name": null, "role": "No role", "description": "", "role_description": "", "value": null, "position": "", "size": "", "children": []}, {"name": null, "role": "No role", "description": "", "role_description": "", "value": null, "position": "", "size": "", "children": []}, {"name": null, "role": "No role", "description": "", "role_description": "", "value": null, "position": "", "size": "", "children": []}, {"name": null, "role": "No role", "description": "", "role_description": "", "value": null, "position": "", "size": "", "children": []}, {"name": null, "role": "No role", "description": "", "role_description": "", "value": null, "position": "", "size": "", "children": []}, {"name": null, "role": "No role", "description": "", "role_description": "", "value": null, "position": "", "size": "", "children": []}, {"name": null, "role": "No role", "description": "", "role_description": "", "value": null, "position": "", "size": "", "children": []}, {"name": null, "role": "No role", "description": "", "role_description": "", "value": null, "position": "", "size": "", "children": []}, {"name": null, "role": "No role", "description": "", "role_description": "", "value": null, "position": "", "size": "", "children": []}, {"name": null, "role": "No role", "description": "", "role_description": "", "value": null, "position": "", "size": "", "children": []}, {"name": null, "role": "No role", "description": "", "role_description": "", "value": null, "position": "", "size": "", "children": []}, {"name": null, "role": "No role", "description": "", "role_description": "", "value": null, "position": "", "size": "", "children": []}, {"name": null, "role": "No role", "description": "", "role_description": "", "value": null, "position": "", "size": "", "children": []}, {"name": null, "role": "No role", "description": "", "role_description": "", "value": null, "position": "", "size": "", "children": []}, {"name": null, "role": "No role", "description": "", "role_description": "", "value": null, "position": "", "size": "", "children": []}, {"name": null, "role": "No role", "description": "", "role_description": "", "value": null, "position": "", "size": "", "children": []}, {"name": null, "role": "No role", "description": "", "role_description": "", "value": null, "position": "", "size": "", "children": []}, {"name": null, "role": "No role", "description": "", "role_description": "", "value": null, "position": "", "size": "", "children": []}, {"name": null, "role": "No role", "description": "", "role_description": "", "value": null, "position": "", "size": "", "children": []}, {"name": null, "role": "No role", "description": "", "role_description": "", "value": null, "position": "", "size": "", "children": []}, {"name": null, "role": "No role", "description": "", "role_description": "", "value": null, "position": "", "size": "", "children": []}, {"name": null, "role": "No role", "description": "", "role_description": "", "value": null, "position": "", "size": "", "children": []}, {"name": null, "role": "No role", "description": "", "role_description": "", "value": null, "position": "", "size": "", "children": []}, {"name": null, "role": "No role", "description": "", "role_description": "", "value": null, "position": "", "size": "", "children": []}, {"name": null, "role": "No role", "description": "", "role_description": "", "value": null, "position": "", "size": "", "children": []}, {"name": null, "role": "No role", "description": "", "role_description": "", "value": null, "position": "", "size": "", "children": []}, {"name": null, "role": "No role", "description": "", "role_description": "", "value": null, "position": "", "size": "", "children": []}, {"name": null, "role": "No role", "description": "", "role_description": "", "value": null, "position": "", "size": "", "children": []}, {"name": null, "role": "No role", "description": "", "role_description": "", "value": null, "position": "", "size": "", "children": []}, {"name": null, "role": "No role", "description": "", "role_description": "", "value": null, "position": "", "size": "", "children": []}, {"name": null, "role": "No role", "description": "", "role_description": "", "value": null, "position": "", "size": "", "children": []}, {"name": null, "role": "No role", "description": "", "role_description": "", "value": null, "position": "", "size": "", "children": []}, {"name": null, "role": "No role", "description": "", "role_description": "", "value": null, "position": "", "size": "", "children": []}]}, {"name": null, "role": "AXScrollBar", "description": null, "role_description": "scroll bar", "value": 0.0, "position": "158.00;626.00", "size": "481;16", "children": [{"name": null, "role": "AXValueIndicator", "description": null, "role_description": "value indicator", "value": 0.0, "position": "159.00;630.00", "size": "242;12", "children": []}, {"name": null, "role": "AXButton", "description": null, "role_description": "increment arrow button", "value": null, "position": "158.00;626.00", "size": "0;0", "children": []}, {"name": null, "role": "AXButton", "description": null, "role_description": "decrement arrow button", "value": null, "position": "158.00;626.00", "size": "0;0", "children": []}, {"name": null, "role": "AXButton", "description": null, "role_description": "increment page button", "value": null, "position": "401.00;630.00", "size": "238;12", "children": []}, {"name": null, "role": "AXButton", "description": null, "role_description": "decrement page button", "value": null, "position": "158.00;630.00", "size": "1;12", "children": []}]}, {"name": null, "role": "AXScrollBar", "description": null, "role_description": "scroll bar", "value": 0.0, "position": "623.00;99.00", "size": "16;543", "children": []}]}]}, {"name": null, "role": "AXSplitter", "description": null, "role_description": "splitter", "value": 479.0, "position": "638.00;51.00", "size": "1;590", "children": []}, {"name": null, "role": "AXSplitGroup", "description": null, "role_description": "split group", "value": null, "position": "639.00;51.00", "size": "198;590", "children": [{"name": null, "role": "AXStaticText", "description": null, "role_description": "text", "value": "00.zip", "position": "639.00;71.00", "size": "194;21", "children": []}, {"name": null, "role": "AXScrollArea", "description": null, "role_description": "scroll area", "value": null, "position": "639.00;100.00", "size": "198;130", "children": [{"name": null, "role": "AXTable", "description": null, "role_description": "table", "value": null, "position": "639.00;100.00", "size": "198;171", "children": [{"name": null, "role": "AXRow", "description": null, "role_description": "table row", "value": null, "position": "639.00;105.00", "size": "198;129", "children": [{"name": null, "role": "AXCell", "description": null, "role_description": "cell", "value": null, "position": "655.00;106.00", "size": "116;127", "children": [{"name": null, "role": "AXStaticText", "description": null, "role_description": "text", "value": "Path", "position": "655.00;106.00", "size": "116;17", "children": []}]}, {"name": null, "role": "AXCell", "description": null, "role_description": "cell", "value": null, "position": "774.00;106.00", "size": "47;127", "children": [{"name": null, "role": "AXStaticText", "description": null, "role_description": "text", "value": "/Users/monsteroideae/Downloads", "position": "774.00;106.00", "size": "47;127", "children": []}]}]}, {"name": null, "role": "AXRow", "description": null, "role_description": "table row", "value": null, "position": "639.00;234.00", "size": "198;27", "children": [{"name": null, "role": "AXCell", "description": null, "role_description": "cell", "value": null, "position": "655.00;235.00", "size": "116;25", "children": [{"name": null, "role": "AXStaticText", "description": null, "role_description": "text", "value": "Solid", "position": "655.00;235.00", "size": "116;17", "children": []}]}, {"name": null, "role": "AXCell", "description": null, "role_description": "cell", "value": null, "position": "774.00;235.00", "size": "47;25", "children": [{"name": null, "role": "AXStaticText", "description": null, "role_description": "text", "value": "No", "position": "774.00;235.00", "size": "47;25", "children": []}]}]}, {"name": null, "role": "AXColumn", "description": null, "role_description": "column", "value": null, "position": "649.00;100.00", "size": "124;171", "children": []}, {"name": null, "role": "AXColumn", "description": null, "role_description": "column", "value": null, "position": "773.00;100.00", "size": "54;171", "children": []}]}, {"name": null, "role": "AXScrollBar", "description": null, "role_description": "scroll bar", "value": 0.0, "position": "821.00;100.00", "size": "16;130", "children": [{"name": null, "role": "AXValueIndicator", "description": null, "role_description": "value indicator", "value": 0.0, "position": "825.00;101.00", "size": "12;96", "children": []}, {"name": null, "role": "AXButton", "description": null, "role_description": "increment arrow button", "value": null, "position": "821.00;100.00", "size": "0;0", "children": []}, {"name": null, "role": "AXButton", "description": null, "role_description": "decrement arrow button", "value": null, "position": "821.00;100.00", "size": "0;0", "children": []}, {"name": null, "role": "AXButton", "description": null, "role_description": "increment page button", "value": null, "position": "825.00;198.00", "size": "12;32", "children": []}, {"name": null, "role": "AXButton", "description": null, "role_description": "decrement page button", "value": null, "position": "825.00;100.00", "size": "12;1", "children": []}]}]}, {"name": null, "role": "AXSplitter", "description": null, "role_description": "splitter", "value": 180.5, "position": "639.00;231.50", "size": "198;1", "children": []}, {"name": null, "role": "AXGroup", "description": null, "role_description": "group", "value": null, "position": "639.00;232.50", "size": "198;408", "children": [{"name": null, "role": "AXTextField", "description": null, "role_description": "text field", "value": "", "position": "639.00;232.50", "size": "198;408", "children": []}]}]}]}, {"name": null, "role": "AXStaticText", "description": null, "role_description": "text", "value": "20128 items, uncompressed size: 56.1 MB (incl. 10 hidden)", "position": "62.00;647.00", "size": "614;14", "children": []}, {"name": "", "role": "AXCheckBox", "description": "Toggle Preview", "role_description": "toggle button", "value": 1, "position": "813.00;644.00", "size": "22;19", "children": []}, {"name": "", "role": "AXCheckBox", "description": "Toggle Favorites Sidebar", "role_description": "toggle button", "value": 1, "position": "0.00;644.00", "size": "22;19", "children": []}, {"name": null, "role": "AXToolbar", "description": null, "role_description": "toolbar", "value": null, "position": "0.00;0.00", "size": "837;52", "children": [{"name": "Save", "role": "AXButton", "description": null, "role_description": "button", "value": null, "position": "247.00;0.00", "size": "50;52", "children": []}, {"name": "Add", "role": "AXButton", "description": null, "role_description": "button", "value": null, "position": "297.00;0.00", "size": "50;52", "children": []}, {"name": "View", "role": "AXButton", "description": null, "role_description": "button", "value": null, "position": "347.00;0.00", "size": "50;52", "children": []}, {"name": "Extract", "role": "AXButton", "description": null, "role_description": "button", "value": null, "position": "397.00;0.00", "size": "52;52", "children": []}, {"name": "Delete", "role": "AXButton", "description": null, "role_description": "button", "value": null, "position": "448.50;0.00", "size": "50;52", "children": []}, {"name": "New_Folder", "role": "AXButton", "description": null, "role_description": "button", "value": null, "position": "498.50;0.00", "size": "74;52", "children": []}, {"name": "Test", "role": "AXButton", "description": null, "role_description": "button", "value": null, "position": "572.50;0.00", "size": "50;52", "children": []}, {"name": "Direct_Mode", "role": "AXCheckBox", "description": null, "role_description": "checkbox", "value": 0, "position": "646.50;0.00", "size": "78;52", "children": []}, {"name": null, "role": "AXGroup", "description": null, "role_description": "group", "value": null, "position": "725.00;0.00", "size": "81;52", "children": [{"name": null, "role": "AXGroup", "description": null, "role_description": "group", "value": null, "position": "728.00;9.00", "size": "75;25", "children": [{"name": null, "role": "AXButton", "description": "go left", "role_description": "button", "value": null, "position": "728.00;9.00", "size": "38;25", "children": []}, {"name": null, "role": "AXButton", "description": "go right", "role_description": "button", "value": null, "position": "766.00;9.00", "size": "37;25", "children": []}]}, {"name": null, "role": "AXStaticText", "description": null, "role_description": "text", "value": "Go", "position": "754.00;35.00", "size": "23;14", "children": []}]}, {"name": null, "role": "AXPopUpButton", "description": "more toolbar items", "role_description": "pop up button", "value": null, "position": "802.00;14.00", "size": "26;14", "children": []}]}, {"name": null, "role": "AXButton", "description": null, "role_description": "close button", "value": null, "position": "19.00;18.00", "size": "14;16", "children": []}, {"name": null, "role": "AXButton", "description": null, "role_description": "full screen button", "value": null, "position": "59.00;18.00", "size": "14;16", "children": [{"name": null, "role": "AXGroup", "description": null, "role_description": "group", "value": null, "position": "59.00;18.00", "size": "14;16", "children": [{"name": null, "role": "AXGroup", "description": null, "role_description": "group", "value": null, "position": "59.00;18.00", "size": "14;16", "children": []}]}]}, {"name": null, "role": "AXButton", "description": null, "role_description": "minimize button", "value": null, "position": "39.00;18.00", "size": "14;16", "children": []}, {"name": null, "role": "AXStaticText", "description": null, "role_description": "text", "value": "00.zip", "position": "87.00;0.00", "size": "160;52", "children": []}]}